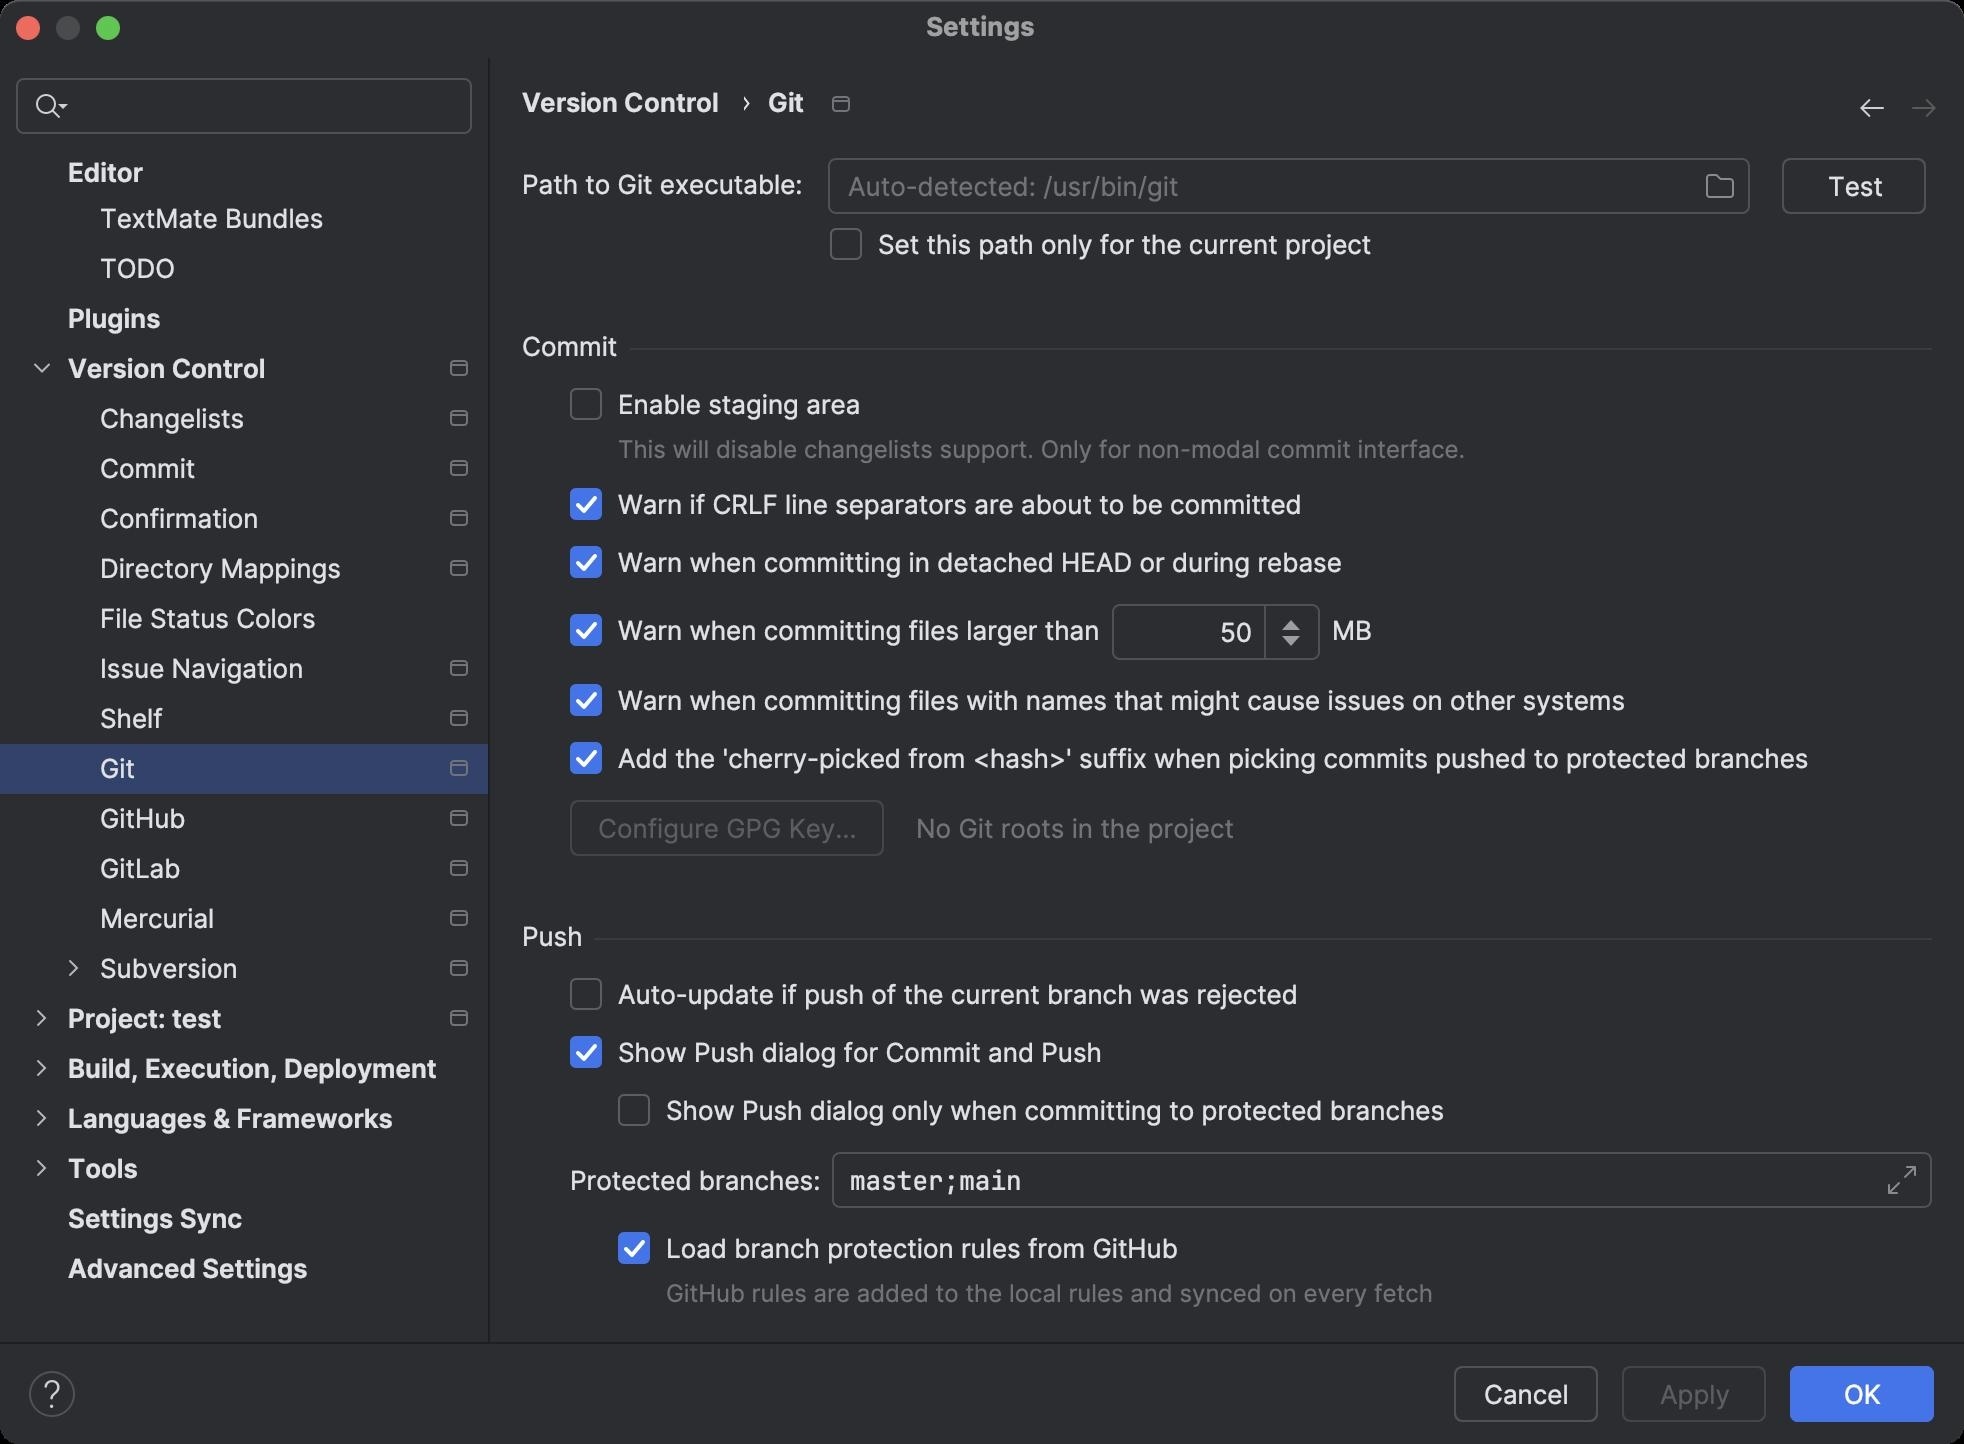
Accessibility tree:
{"name": "Settings", "role": "AXWindow", "description": null, "role_description": "standard window", "value": null, "position": "391.00;244.00", "size": "982;722", "children": [{"name": null, "role": "AXTextField", "description": "⌘F", "role_description": "text field", "value": "", "position": "5.00;36.00", "size": "234;34", "children": []}, {"name": null, "role": "AXScrollArea", "description": null, "role_description": "scroll area", "value": 0, "position": "0.00;76.00", "size": "244;595", "children": [{"name": null, "role": "AXScrollBar", "description": null, "role_description": "scroll bar", "value": 1454, "position": "230.00;76.00", "size": "14;595", "children": []}, {"name": null, "role": "AXScrollBar", "description": null, "role_description": "scroll bar", "value": 0, "position": "-391.00;-244.00", "size": "0;0", "children": []}, {"name": null, "role": "AXOutline", "description": "Settings categories", "role_description": "outline", "value": 0, "position": "0.00;-1378.00", "size": "244;2049", "children": [{"name": null, "role": "AXRow", "description": "Appearance & Behavior", "role_description": "row", "value": 0, "position": "3.00;-1378.00", "size": "241;25", "children": [{"name": null, "role": "AXStaticText", "description": "Appearance & Behavior", "role_description": "text", "value": "Appearance & Behavior", "position": "-391.00;-244.00", "size": "172;21", "children": []}, {"name": null, "role": "AXImage", "description": "", "role_description": "image", "value": null, "position": "-391.00;-244.00", "size": "16;21", "children": []}, {"name": null, "role": "AXImage", "description": "", "role_description": "image", "value": null, "position": "-391.00;-244.00", "size": "9;21", "children": []}]}, {"name": null, "role": "AXRow", "description": "Keymap", "role_description": "row", "value": 0, "position": "3.00;-1353.00", "size": "241;25", "children": [{"name": null, "role": "AXStaticText", "description": "Keymap", "role_description": "text", "value": "Keymap", "position": "-391.00;-244.00", "size": "172;21", "children": []}, {"name": null, "role": "AXImage", "description": "", "role_description": "image", "value": null, "position": "-391.00;-244.00", "size": "16;21", "children": []}, {"name": null, "role": "AXImage", "description": "", "role_description": "image", "value": null, "position": "-391.00;-244.00", "size": "9;21", "children": []}]}, {"name": null, "role": "AXRow", "description": "Editor", "role_description": "row", "value": 0, "position": "3.00;-1328.00", "size": "241;25", "children": [{"name": null, "role": "AXStaticText", "description": "TODO", "role_description": "text", "value": "TODO", "position": "-391.00;-244.00", "size": "172;21", "children": []}, {"name": null, "role": "AXImage", "description": "", "role_description": "image", "value": null, "position": "-391.00;-244.00", "size": "16;21", "children": []}, {"name": null, "role": "AXImage", "description": "", "role_description": "image", "value": null, "position": "-391.00;-244.00", "size": "9;21", "children": []}]}, {"name": null, "role": "AXRow", "description": "General", "role_description": "row", "value": 0, "position": "19.00;-1303.00", "size": "225;25", "children": [{"name": null, "role": "AXStaticText", "description": "General", "role_description": "text", "value": "General", "position": "-391.00;-244.00", "size": "172;21", "children": []}, {"name": null, "role": "AXImage", "description": "", "role_description": "image", "value": null, "position": "-391.00;-244.00", "size": "16;21", "children": []}, {"name": null, "role": "AXImage", "description": "", "role_description": "image", "value": null, "position": "-391.00;-244.00", "size": "9;21", "children": []}]}, {"name": null, "role": "AXRow", "description": "Code Editing", "role_description": "row", "value": 0, "position": "19.00;-1278.00", "size": "225;25", "children": [{"name": null, "role": "AXStaticText", "description": "Code Editing", "role_description": "text", "value": "Code Editing", "position": "-391.00;-244.00", "size": "172;21", "children": []}, {"name": null, "role": "AXImage", "description": "", "role_description": "image", "value": null, "position": "-391.00;-244.00", "size": "16;21", "children": []}, {"name": null, "role": "AXImage", "description": "", "role_description": "image", "value": null, "position": "-391.00;-244.00", "size": "9;21", "children": []}]}, {"name": null, "role": "AXRow", "description": "Font", "role_description": "row", "value": 0, "position": "19.00;-1253.00", "size": "225;25", "children": [{"name": null, "role": "AXStaticText", "description": "Font", "role_description": "text", "value": "Font", "position": "-391.00;-244.00", "size": "172;21", "children": []}, {"name": null, "role": "AXImage", "description": "", "role_description": "image", "value": null, "position": "-391.00;-244.00", "size": "16;21", "children": []}, {"name": null, "role": "AXImage", "description": "", "role_description": "image", "value": null, "position": "-391.00;-244.00", "size": "9;21", "children": []}]}, {"name": null, "role": "AXRow", "description": "Color Scheme", "role_description": "row", "value": 0, "position": "19.00;-1228.00", "size": "225;25", "children": [{"name": null, "role": "AXStaticText", "description": "Color Scheme", "role_description": "text", "value": "Color Scheme", "position": "-391.00;-244.00", "size": "172;21", "children": []}, {"name": null, "role": "AXImage", "description": "", "role_description": "image", "value": null, "position": "-391.00;-244.00", "size": "16;21", "children": []}, {"name": null, "role": "AXImage", "description": "", "role_description": "image", "value": null, "position": "-391.00;-244.00", "size": "9;21", "children": []}]}, {"name": null, "role": "AXRow", "description": "General", "role_description": "row", "value": 0, "position": "35.00;-1203.00", "size": "209;25", "children": [{"name": null, "role": "AXStaticText", "description": "General", "role_description": "text", "value": "General", "position": "-391.00;-244.00", "size": "172;21", "children": []}, {"name": null, "role": "AXImage", "description": "", "role_description": "image", "value": null, "position": "-391.00;-244.00", "size": "16;21", "children": []}, {"name": null, "role": "AXImage", "description": "", "role_description": "image", "value": null, "position": "-391.00;-244.00", "size": "9;21", "children": []}]}, {"name": null, "role": "AXRow", "description": "Language Defaults", "role_description": "row", "value": 0, "position": "35.00;-1178.00", "size": "209;25", "children": [{"name": null, "role": "AXStaticText", "description": "Language Defaults", "role_description": "text", "value": "Language Defaults", "position": "-391.00;-244.00", "size": "172;21", "children": []}, {"name": null, "role": "AXImage", "description": "", "role_description": "image", "value": null, "position": "-391.00;-244.00", "size": "16;21", "children": []}, {"name": null, "role": "AXImage", "description": "", "role_description": "image", "value": null, "position": "-391.00;-244.00", "size": "9;21", "children": []}]}, {"name": null, "role": "AXRow", "description": "Color Scheme Font", "role_description": "row", "value": 0, "position": "35.00;-1153.00", "size": "209;25", "children": [{"name": null, "role": "AXStaticText", "description": "Color Scheme Font", "role_description": "text", "value": "Color Scheme Font", "position": "-391.00;-244.00", "size": "172;21", "children": []}, {"name": null, "role": "AXImage", "description": "", "role_description": "image", "value": null, "position": "-391.00;-244.00", "size": "16;21", "children": []}, {"name": null, "role": "AXImage", "description": "", "role_description": "image", "value": null, "position": "-391.00;-244.00", "size": "9;21", "children": []}]}, {"name": null, "role": "AXRow", "description": "Console Font", "role_description": "row", "value": 0, "position": "35.00;-1128.00", "size": "209;25", "children": [{"name": null, "role": "AXStaticText", "description": "Console Font", "role_description": "text", "value": "Console Font", "position": "-391.00;-244.00", "size": "172;21", "children": []}, {"name": null, "role": "AXImage", "description": "", "role_description": "image", "value": null, "position": "-391.00;-244.00", "size": "16;21", "children": []}, {"name": null, "role": "AXImage", "description": "", "role_description": "image", "value": null, "position": "-391.00;-244.00", "size": "9;21", "children": []}]}, {"name": null, "role": "AXRow", "description": "Code With Me", "role_description": "row", "value": 0, "position": "35.00;-1103.00", "size": "209;25", "children": [{"name": null, "role": "AXStaticText", "description": "Code With Me", "role_description": "text", "value": "Code With Me", "position": "-391.00;-244.00", "size": "172;21", "children": []}, {"name": null, "role": "AXImage", "description": "", "role_description": "image", "value": null, "position": "-391.00;-244.00", "size": "16;21", "children": []}, {"name": null, "role": "AXImage", "description": "", "role_description": "image", "value": null, "position": "-391.00;-244.00", "size": "9;21", "children": []}]}, {"name": null, "role": "AXRow", "description": "Console Colors", "role_description": "row", "value": 0, "position": "35.00;-1078.00", "size": "209;25", "children": [{"name": null, "role": "AXStaticText", "description": "Console Colors", "role_description": "text", "value": "Console Colors", "position": "-391.00;-244.00", "size": "172;21", "children": []}, {"name": null, "role": "AXImage", "description": "", "role_description": "image", "value": null, "position": "-391.00;-244.00", "size": "16;21", "children": []}, {"name": null, "role": "AXImage", "description": "", "role_description": "image", "value": null, "position": "-391.00;-244.00", "size": "9;21", "children": []}]}, {"name": null, "role": "AXRow", "description": "Debugger", "role_description": "row", "value": 0, "position": "35.00;-1053.00", "size": "209;25", "children": [{"name": null, "role": "AXStaticText", "description": "Debugger", "role_description": "text", "value": "Debugger", "position": "-391.00;-244.00", "size": "172;21", "children": []}, {"name": null, "role": "AXImage", "description": "", "role_description": "image", "value": null, "position": "-391.00;-244.00", "size": "16;21", "children": []}, {"name": null, "role": "AXImage", "description": "", "role_description": "image", "value": null, "position": "-391.00;-244.00", "size": "9;21", "children": []}]}, {"name": null, "role": "AXRow", "description": "Diff & Merge", "role_description": "row", "value": 0, "position": "35.00;-1028.00", "size": "209;25", "children": [{"name": null, "role": "AXStaticText", "description": "Diff & Merge", "role_description": "text", "value": "Diff & Merge", "position": "-391.00;-244.00", "size": "172;21", "children": []}, {"name": null, "role": "AXImage", "description": "", "role_description": "image", "value": null, "position": "-391.00;-244.00", "size": "16;21", "children": []}, {"name": null, "role": "AXImage", "description": "", "role_description": "image", "value": null, "position": "-391.00;-244.00", "size": "9;21", "children": []}]}, {"name": null, "role": "AXRow", "description": "User-Defined File Types", "role_description": "row", "value": 0, "position": "35.00;-1003.00", "size": "209;25", "children": [{"name": null, "role": "AXStaticText", "description": "User-Defined File Types", "role_description": "text", "value": "User-Defined File Types", "position": "-391.00;-244.00", "size": "172;21", "children": []}, {"name": null, "role": "AXImage", "description": "", "role_description": "image", "value": null, "position": "-391.00;-244.00", "size": "16;21", "children": []}, {"name": null, "role": "AXImage", "description": "", "role_description": "image", "value": null, "position": "-391.00;-244.00", "size": "9;21", "children": []}]}, {"name": null, "role": "AXRow", "description": "VCS", "role_description": "row", "value": 0, "position": "35.00;-978.00", "size": "209;25", "children": [{"name": null, "role": "AXStaticText", "description": "VCS", "role_description": "text", "value": "VCS", "position": "-391.00;-244.00", "size": "172;21", "children": []}, {"name": null, "role": "AXImage", "description": "", "role_description": "image", "value": null, "position": "-391.00;-244.00", "size": "16;21", "children": []}, {"name": null, "role": "AXImage", "description": "", "role_description": "image", "value": null, "position": "-391.00;-244.00", "size": "9;21", "children": []}]}, {"name": null, "role": "AXRow", "description": "Python", "role_description": "row", "value": 0, "position": "35.00;-953.00", "size": "209;25", "children": [{"name": null, "role": "AXStaticText", "description": "Python", "role_description": "text", "value": "Python", "position": "-391.00;-244.00", "size": "172;21", "children": []}, {"name": null, "role": "AXImage", "description": "", "role_description": "image", "value": null, "position": "-391.00;-244.00", "size": "16;21", "children": []}, {"name": null, "role": "AXImage", "description": "", "role_description": "image", "value": null, "position": "-391.00;-244.00", "size": "9;21", "children": []}]}, {"name": null, "role": "AXRow", "description": "EditorConfig", "role_description": "row", "value": 0, "position": "35.00;-928.00", "size": "209;25", "children": [{"name": null, "role": "AXStaticText", "description": "EditorConfig", "role_description": "text", "value": "EditorConfig", "position": "-391.00;-244.00", "size": "172;21", "children": []}, {"name": null, "role": "AXImage", "description": "", "role_description": "image", "value": null, "position": "-391.00;-244.00", "size": "16;21", "children": []}, {"name": null, "role": "AXImage", "description": "", "role_description": "image", "value": null, "position": "-391.00;-244.00", "size": "9;21", "children": []}]}, {"name": null, "role": "AXRow", "description": "HTML", "role_description": "row", "value": 0, "position": "35.00;-903.00", "size": "209;25", "children": [{"name": null, "role": "AXStaticText", "description": "HTML", "role_description": "text", "value": "HTML", "position": "-391.00;-244.00", "size": "172;21", "children": []}, {"name": null, "role": "AXImage", "description": "", "role_description": "image", "value": null, "position": "-391.00;-244.00", "size": "16;21", "children": []}, {"name": null, "role": "AXImage", "description": "", "role_description": "image", "value": null, "position": "-391.00;-244.00", "size": "9;21", "children": []}]}, {"name": null, "role": "AXRow", "description": "JSON", "role_description": "row", "value": 0, "position": "35.00;-878.00", "size": "209;25", "children": [{"name": null, "role": "AXStaticText", "description": "JSON", "role_description": "text", "value": "JSON", "position": "-391.00;-244.00", "size": "172;21", "children": []}, {"name": null, "role": "AXImage", "description": "", "role_description": "image", "value": null, "position": "-391.00;-244.00", "size": "16;21", "children": []}, {"name": null, "role": "AXImage", "description": "", "role_description": "image", "value": null, "position": "-391.00;-244.00", "size": "9;21", "children": []}]}, {"name": null, "role": "AXRow", "description": "Markdown", "role_description": "row", "value": 0, "position": "35.00;-853.00", "size": "209;25", "children": [{"name": null, "role": "AXStaticText", "description": "Markdown", "role_description": "text", "value": "Markdown", "position": "-391.00;-244.00", "size": "172;21", "children": []}, {"name": null, "role": "AXImage", "description": "", "role_description": "image", "value": null, "position": "-391.00;-244.00", "size": "16;21", "children": []}, {"name": null, "role": "AXImage", "description": "", "role_description": "image", "value": null, "position": "-391.00;-244.00", "size": "9;21", "children": []}]}, {"name": null, "role": "AXRow", "description": "Properties", "role_description": "row", "value": 0, "position": "35.00;-828.00", "size": "209;25", "children": [{"name": null, "role": "AXStaticText", "description": "Properties", "role_description": "text", "value": "Properties", "position": "-391.00;-244.00", "size": "172;21", "children": []}, {"name": null, "role": "AXImage", "description": "", "role_description": "image", "value": null, "position": "-391.00;-244.00", "size": "16;21", "children": []}, {"name": null, "role": "AXImage", "description": "", "role_description": "image", "value": null, "position": "-391.00;-244.00", "size": "9;21", "children": []}]}, {"name": null, "role": "AXRow", "description": "RegExp", "role_description": "row", "value": 0, "position": "35.00;-803.00", "size": "209;25", "children": [{"name": null, "role": "AXStaticText", "description": "RegExp", "role_description": "text", "value": "RegExp", "position": "-391.00;-244.00", "size": "172;21", "children": []}, {"name": null, "role": "AXImage", "description": "", "role_description": "image", "value": null, "position": "-391.00;-244.00", "size": "16;21", "children": []}, {"name": null, "role": "AXImage", "description": "", "role_description": "image", "value": null, "position": "-391.00;-244.00", "size": "9;21", "children": []}]}, {"name": null, "role": "AXRow", "description": "reStructuredText", "role_description": "row", "value": 0, "position": "35.00;-778.00", "size": "209;25", "children": [{"name": null, "role": "AXStaticText", "description": "reStructuredText", "role_description": "text", "value": "reStructuredText", "position": "-391.00;-244.00", "size": "172;21", "children": []}, {"name": null, "role": "AXImage", "description": "", "role_description": "image", "value": null, "position": "-391.00;-244.00", "size": "16;21", "children": []}, {"name": null, "role": "AXImage", "description": "", "role_description": "image", "value": null, "position": "-391.00;-244.00", "size": "9;21", "children": []}]}, {"name": null, "role": "AXRow", "description": "Shell Script", "role_description": "row", "value": 0, "position": "35.00;-753.00", "size": "209;25", "children": [{"name": null, "role": "AXStaticText", "description": "Shell Script", "role_description": "text", "value": "Shell Script", "position": "-391.00;-244.00", "size": "172;21", "children": []}, {"name": null, "role": "AXImage", "description": "", "role_description": "image", "value": null, "position": "-391.00;-244.00", "size": "16;21", "children": []}, {"name": null, "role": "AXImage", "description": "", "role_description": "image", "value": null, "position": "-391.00;-244.00", "size": "9;21", "children": []}]}, {"name": null, "role": "AXRow", "description": "TOML", "role_description": "row", "value": 0, "position": "35.00;-728.00", "size": "209;25", "children": [{"name": null, "role": "AXStaticText", "description": "TOML", "role_description": "text", "value": "TOML", "position": "-391.00;-244.00", "size": "172;21", "children": []}, {"name": null, "role": "AXImage", "description": "", "role_description": "image", "value": null, "position": "-391.00;-244.00", "size": "16;21", "children": []}, {"name": null, "role": "AXImage", "description": "", "role_description": "image", "value": null, "position": "-391.00;-244.00", "size": "9;21", "children": []}]}, {"name": null, "role": "AXRow", "description": "XML", "role_description": "row", "value": 0, "position": "35.00;-703.00", "size": "209;25", "children": [{"name": null, "role": "AXStaticText", "description": "XML", "role_description": "text", "value": "XML", "position": "-391.00;-244.00", "size": "172;21", "children": []}, {"name": null, "role": "AXImage", "description": "", "role_description": "image", "value": null, "position": "-391.00;-244.00", "size": "16;21", "children": []}, {"name": null, "role": "AXImage", "description": "", "role_description": "image", "value": null, "position": "-391.00;-244.00", "size": "9;21", "children": []}]}, {"name": null, "role": "AXRow", "description": "YAML", "role_description": "row", "value": 0, "position": "35.00;-678.00", "size": "209;25", "children": [{"name": null, "role": "AXStaticText", "description": "YAML", "role_description": "text", "value": "YAML", "position": "-391.00;-244.00", "size": "172;21", "children": []}, {"name": null, "role": "AXImage", "description": "", "role_description": "image", "value": null, "position": "-391.00;-244.00", "size": "16;21", "children": []}, {"name": null, "role": "AXImage", "description": "", "role_description": "image", "value": null, "position": "-391.00;-244.00", "size": "9;21", "children": []}]}, {"name": null, "role": "AXRow", "description": "By Scope", "role_description": "row", "value": 0, "position": "35.00;-653.00", "size": "209;25", "children": [{"name": null, "role": "AXStaticText", "description": "By Scope", "role_description": "text", "value": "By Scope", "position": "-391.00;-244.00", "size": "172;21", "children": []}, {"name": null, "role": "AXImage", "description": "", "role_description": "image", "value": null, "position": "-391.00;-244.00", "size": "16;21", "children": []}, {"name": null, "role": "AXImage", "description": "", "role_description": "image", "value": null, "position": "-391.00;-244.00", "size": "9;21", "children": []}]}, {"name": null, "role": "AXRow", "description": "Images", "role_description": "row", "value": 0, "position": "35.00;-628.00", "size": "209;25", "children": [{"name": null, "role": "AXStaticText", "description": "Images", "role_description": "text", "value": "Images", "position": "-391.00;-244.00", "size": "172;21", "children": []}, {"name": null, "role": "AXImage", "description": "", "role_description": "image", "value": null, "position": "-391.00;-244.00", "size": "16;21", "children": []}, {"name": null, "role": "AXImage", "description": "", "role_description": "image", "value": null, "position": "-391.00;-244.00", "size": "9;21", "children": []}]}, {"name": null, "role": "AXRow", "description": "Code Style", "role_description": "row", "value": 0, "position": "19.00;-603.00", "size": "225;25", "children": [{"name": null, "role": "AXStaticText", "description": "Code Style", "role_description": "text", "value": "Code Style", "position": "-391.00;-244.00", "size": "172;21", "children": []}, {"name": null, "role": "AXImage", "description": "", "role_description": "image", "value": null, "position": "-391.00;-244.00", "size": "16;21", "children": []}, {"name": null, "role": "AXImage", "description": "", "role_description": "image", "value": null, "position": "-391.00;-244.00", "size": "9;21", "children": []}]}, {"name": null, "role": "AXRow", "description": "Python", "role_description": "row", "value": 0, "position": "35.00;-578.00", "size": "209;25", "children": [{"name": null, "role": "AXStaticText", "description": "Python", "role_description": "text", "value": "Python", "position": "-391.00;-244.00", "size": "172;21", "children": []}, {"name": null, "role": "AXImage", "description": "", "role_description": "image", "value": null, "position": "-391.00;-244.00", "size": "16;21", "children": []}, {"name": null, "role": "AXImage", "description": "", "role_description": "image", "value": null, "position": "-391.00;-244.00", "size": "9;21", "children": []}]}, {"name": null, "role": "AXRow", "description": "EditorConfig", "role_description": "row", "value": 0, "position": "35.00;-553.00", "size": "209;25", "children": [{"name": null, "role": "AXStaticText", "description": "EditorConfig", "role_description": "text", "value": "EditorConfig", "position": "-391.00;-244.00", "size": "172;21", "children": []}, {"name": null, "role": "AXImage", "description": "", "role_description": "image", "value": null, "position": "-391.00;-244.00", "size": "16;21", "children": []}, {"name": null, "role": "AXImage", "description": "", "role_description": "image", "value": null, "position": "-391.00;-244.00", "size": "9;21", "children": []}]}, {"name": null, "role": "AXRow", "description": "HTML", "role_description": "row", "value": 0, "position": "35.00;-528.00", "size": "209;25", "children": [{"name": null, "role": "AXStaticText", "description": "HTML", "role_description": "text", "value": "HTML", "position": "-391.00;-244.00", "size": "172;21", "children": []}, {"name": null, "role": "AXImage", "description": "", "role_description": "image", "value": null, "position": "-391.00;-244.00", "size": "16;21", "children": []}, {"name": null, "role": "AXImage", "description": "", "role_description": "image", "value": null, "position": "-391.00;-244.00", "size": "9;21", "children": []}]}, {"name": null, "role": "AXRow", "description": "JSON", "role_description": "row", "value": 0, "position": "35.00;-503.00", "size": "209;25", "children": [{"name": null, "role": "AXStaticText", "description": "JSON", "role_description": "text", "value": "JSON", "position": "-391.00;-244.00", "size": "172;21", "children": []}, {"name": null, "role": "AXImage", "description": "", "role_description": "image", "value": null, "position": "-391.00;-244.00", "size": "16;21", "children": []}, {"name": null, "role": "AXImage", "description": "", "role_description": "image", "value": null, "position": "-391.00;-244.00", "size": "9;21", "children": []}]}, {"name": null, "role": "AXRow", "description": "Markdown", "role_description": "row", "value": 0, "position": "35.00;-478.00", "size": "209;25", "children": [{"name": null, "role": "AXStaticText", "description": "Markdown", "role_description": "text", "value": "Markdown", "position": "-391.00;-244.00", "size": "172;21", "children": []}, {"name": null, "role": "AXImage", "description": "", "role_description": "image", "value": null, "position": "-391.00;-244.00", "size": "16;21", "children": []}, {"name": null, "role": "AXImage", "description": "", "role_description": "image", "value": null, "position": "-391.00;-244.00", "size": "9;21", "children": []}]}, {"name": null, "role": "AXRow", "description": "Properties", "role_description": "row", "value": 0, "position": "35.00;-453.00", "size": "209;25", "children": [{"name": null, "role": "AXStaticText", "description": "Properties", "role_description": "text", "value": "Properties", "position": "-391.00;-244.00", "size": "172;21", "children": []}, {"name": null, "role": "AXImage", "description": "", "role_description": "image", "value": null, "position": "-391.00;-244.00", "size": "16;21", "children": []}, {"name": null, "role": "AXImage", "description": "", "role_description": "image", "value": null, "position": "-391.00;-244.00", "size": "9;21", "children": []}]}, {"name": null, "role": "AXRow", "description": "Shell Script", "role_description": "row", "value": 0, "position": "35.00;-428.00", "size": "209;25", "children": [{"name": null, "role": "AXStaticText", "description": "Shell Script", "role_description": "text", "value": "Shell Script", "position": "-391.00;-244.00", "size": "172;21", "children": []}, {"name": null, "role": "AXImage", "description": "", "role_description": "image", "value": null, "position": "-391.00;-244.00", "size": "16;21", "children": []}, {"name": null, "role": "AXImage", "description": "", "role_description": "image", "value": null, "position": "-391.00;-244.00", "size": "9;21", "children": []}]}, {"name": null, "role": "AXRow", "description": "TOML", "role_description": "row", "value": 0, "position": "35.00;-403.00", "size": "209;25", "children": [{"name": null, "role": "AXStaticText", "description": "TOML", "role_description": "text", "value": "TOML", "position": "-391.00;-244.00", "size": "172;21", "children": []}, {"name": null, "role": "AXImage", "description": "", "role_description": "image", "value": null, "position": "-391.00;-244.00", "size": "16;21", "children": []}, {"name": null, "role": "AXImage", "description": "", "role_description": "image", "value": null, "position": "-391.00;-244.00", "size": "9;21", "children": []}]}, {"name": null, "role": "AXRow", "description": "XML", "role_description": "row", "value": 0, "position": "35.00;-378.00", "size": "209;25", "children": [{"name": null, "role": "AXStaticText", "description": "XML", "role_description": "text", "value": "XML", "position": "-391.00;-244.00", "size": "172;21", "children": []}, {"name": null, "role": "AXImage", "description": "", "role_description": "image", "value": null, "position": "-391.00;-244.00", "size": "16;21", "children": []}, {"name": null, "role": "AXImage", "description": "", "role_description": "image", "value": null, "position": "-391.00;-244.00", "size": "9;21", "children": []}]}, {"name": null, "role": "AXRow", "description": "YAML", "role_description": "row", "value": 0, "position": "35.00;-353.00", "size": "209;25", "children": [{"name": null, "role": "AXStaticText", "description": "YAML", "role_description": "text", "value": "YAML", "position": "-391.00;-244.00", "size": "172;21", "children": []}, {"name": null, "role": "AXImage", "description": "", "role_description": "image", "value": null, "position": "-391.00;-244.00", "size": "16;21", "children": []}, {"name": null, "role": "AXImage", "description": "", "role_description": "image", "value": null, "position": "-391.00;-244.00", "size": "9;21", "children": []}]}, {"name": null, "role": "AXRow", "description": "Other File Types", "role_description": "row", "value": 0, "position": "35.00;-328.00", "size": "209;25", "children": [{"name": null, "role": "AXStaticText", "description": "Other File Types", "role_description": "text", "value": "Other File Types", "position": "-391.00;-244.00", "size": "172;21", "children": []}, {"name": null, "role": "AXImage", "description": "", "role_description": "image", "value": null, "position": "-391.00;-244.00", "size": "16;21", "children": []}, {"name": null, "role": "AXImage", "description": "", "role_description": "image", "value": null, "position": "-391.00;-244.00", "size": "9;21", "children": []}]}, {"name": null, "role": "AXRow", "description": "Inspections", "role_description": "row", "value": 0, "position": "19.00;-303.00", "size": "225;25", "children": [{"name": null, "role": "AXStaticText", "description": "Inspections", "role_description": "text", "value": "Inspections", "position": "-391.00;-244.00", "size": "172;21", "children": []}, {"name": null, "role": "AXImage", "description": "", "role_description": "image", "value": null, "position": "-391.00;-244.00", "size": "16;21", "children": []}, {"name": null, "role": "AXImage", "description": "", "role_description": "image", "value": null, "position": "-391.00;-244.00", "size": "9;21", "children": []}]}, {"name": null, "role": "AXRow", "description": "File and Code Templates", "role_description": "row", "value": 0, "position": "19.00;-278.00", "size": "225;25", "children": [{"name": null, "role": "AXStaticText", "description": "File and Code Templates", "role_description": "text", "value": "File and Code Templates", "position": "-391.00;-244.00", "size": "172;21", "children": []}, {"name": null, "role": "AXImage", "description": "", "role_description": "image", "value": null, "position": "-391.00;-244.00", "size": "16;21", "children": []}, {"name": null, "role": "AXImage", "description": "", "role_description": "image", "value": null, "position": "-391.00;-244.00", "size": "9;21", "children": []}]}, {"name": null, "role": "AXRow", "description": "File Encodings", "role_description": "row", "value": 0, "position": "19.00;-253.00", "size": "225;25", "children": [{"name": null, "role": "AXStaticText", "description": "File Encodings", "role_description": "text", "value": "File Encodings", "position": "-391.00;-244.00", "size": "172;21", "children": []}, {"name": null, "role": "AXImage", "description": "", "role_description": "image", "value": null, "position": "-391.00;-244.00", "size": "16;21", "children": []}, {"name": null, "role": "AXImage", "description": "", "role_description": "image", "value": null, "position": "-391.00;-244.00", "size": "9;21", "children": []}]}, {"name": null, "role": "AXRow", "description": "Live Templates", "role_description": "row", "value": 0, "position": "19.00;-228.00", "size": "225;25", "children": [{"name": null, "role": "AXStaticText", "description": "Live Templates", "role_description": "text", "value": "Live Templates", "position": "-391.00;-244.00", "size": "172;21", "children": []}, {"name": null, "role": "AXImage", "description": "", "role_description": "image", "value": null, "position": "-391.00;-244.00", "size": "16;21", "children": []}, {"name": null, "role": "AXImage", "description": "", "role_description": "image", "value": null, "position": "-391.00;-244.00", "size": "9;21", "children": []}]}, {"name": null, "role": "AXRow", "description": "File Types", "role_description": "row", "value": 0, "position": "19.00;-203.00", "size": "225;25", "children": [{"name": null, "role": "AXStaticText", "description": "File Types", "role_description": "text", "value": "File Types", "position": "-391.00;-244.00", "size": "172;21", "children": []}, {"name": null, "role": "AXImage", "description": "", "role_description": "image", "value": null, "position": "-391.00;-244.00", "size": "16;21", "children": []}, {"name": null, "role": "AXImage", "description": "", "role_description": "image", "value": null, "position": "-391.00;-244.00", "size": "9;21", "children": []}]}, {"name": null, "role": "AXRow", "description": "Copyright", "role_description": "row", "value": 0, "position": "19.00;-178.00", "size": "225;25", "children": [{"name": null, "role": "AXStaticText", "description": "Copyright", "role_description": "text", "value": "Copyright", "position": "-391.00;-244.00", "size": "172;21", "children": []}, {"name": null, "role": "AXImage", "description": "", "role_description": "image", "value": null, "position": "-391.00;-244.00", "size": "16;21", "children": []}, {"name": null, "role": "AXImage", "description": "", "role_description": "image", "value": null, "position": "-391.00;-244.00", "size": "9;21", "children": []}]}, {"name": null, "role": "AXRow", "description": "Copyright Profiles", "role_description": "row", "value": 0, "position": "35.00;-153.00", "size": "209;25", "children": [{"name": null, "role": "AXStaticText", "description": "Copyright Profiles", "role_description": "text", "value": "Copyright Profiles", "position": "-391.00;-244.00", "size": "172;21", "children": []}, {"name": null, "role": "AXImage", "description": "", "role_description": "image", "value": null, "position": "-391.00;-244.00", "size": "16;21", "children": []}, {"name": null, "role": "AXImage", "description": "", "role_description": "image", "value": null, "position": "-391.00;-244.00", "size": "9;21", "children": []}]}, {"name": null, "role": "AXRow", "description": "Formatting", "role_description": "row", "value": 0, "position": "35.00;-128.00", "size": "209;25", "children": [{"name": null, "role": "AXStaticText", "description": "Formatting", "role_description": "text", "value": "Formatting", "position": "-391.00;-244.00", "size": "172;21", "children": []}, {"name": null, "role": "AXImage", "description": "", "role_description": "image", "value": null, "position": "-391.00;-244.00", "size": "16;21", "children": []}, {"name": null, "role": "AXImage", "description": "", "role_description": "image", "value": null, "position": "-391.00;-244.00", "size": "9;21", "children": []}]}, {"name": null, "role": "AXRow", "description": "Inlay Hints", "role_description": "row", "value": 0, "position": "19.00;-103.00", "size": "225;25", "children": [{"name": null, "role": "AXStaticText", "description": "Inlay Hints", "role_description": "text", "value": "Inlay Hints", "position": "-391.00;-244.00", "size": "172;21", "children": []}, {"name": null, "role": "AXImage", "description": "", "role_description": "image", "value": null, "position": "-391.00;-244.00", "size": "16;21", "children": []}, {"name": null, "role": "AXImage", "description": "", "role_description": "image", "value": null, "position": "-391.00;-244.00", "size": "9;21", "children": []}]}, {"name": null, "role": "AXRow", "description": "Emmet", "role_description": "row", "value": 0, "position": "19.00;-78.00", "size": "225;25", "children": [{"name": null, "role": "AXStaticText", "description": "Emmet", "role_description": "text", "value": "Emmet", "position": "-391.00;-244.00", "size": "172;21", "children": []}, {"name": null, "role": "AXImage", "description": "", "role_description": "image", "value": null, "position": "-391.00;-244.00", "size": "16;21", "children": []}, {"name": null, "role": "AXImage", "description": "", "role_description": "image", "value": null, "position": "-391.00;-244.00", "size": "9;21", "children": []}]}, {"name": null, "role": "AXRow", "description": "Intentions", "role_description": "row", "value": 0, "position": "19.00;-53.00", "size": "225;25", "children": [{"name": null, "role": "AXStaticText", "description": "Intentions", "role_description": "text", "value": "Intentions", "position": "-391.00;-244.00", "size": "172;21", "children": []}, {"name": null, "role": "AXImage", "description": "", "role_description": "image", "value": null, "position": "-391.00;-244.00", "size": "16;21", "children": []}, {"name": null, "role": "AXImage", "description": "", "role_description": "image", "value": null, "position": "-391.00;-244.00", "size": "9;21", "children": []}]}, {"name": null, "role": "AXRow", "description": "Language Injections", "role_description": "row", "value": 0, "position": "19.00;-28.00", "size": "225;25", "children": [{"name": null, "role": "AXStaticText", "description": "Language Injections", "role_description": "text", "value": "Language Injections", "position": "-391.00;-244.00", "size": "172;21", "children": []}, {"name": null, "role": "AXImage", "description": "", "role_description": "image", "value": null, "position": "-391.00;-244.00", "size": "16;21", "children": []}, {"name": null, "role": "AXImage", "description": "", "role_description": "image", "value": null, "position": "-391.00;-244.00", "size": "9;21", "children": []}]}, {"name": null, "role": "AXRow", "description": "Natural Languages", "role_description": "row", "value": 0, "position": "19.00;-3.00", "size": "225;25", "children": [{"name": null, "role": "AXStaticText", "description": "Natural Languages", "role_description": "text", "value": "Natural Languages", "position": "-391.00;-244.00", "size": "172;21", "children": []}, {"name": null, "role": "AXImage", "description": "", "role_description": "image", "value": null, "position": "-391.00;-244.00", "size": "16;21", "children": []}, {"name": null, "role": "AXImage", "description": "", "role_description": "image", "value": null, "position": "-391.00;-244.00", "size": "9;21", "children": []}]}, {"name": null, "role": "AXRow", "description": "Grammar and Style", "role_description": "row", "value": 0, "position": "35.00;22.00", "size": "209;25", "children": [{"name": null, "role": "AXStaticText", "description": "Grammar and Style", "role_description": "text", "value": "Grammar and Style", "position": "-391.00;-244.00", "size": "172;21", "children": []}, {"name": null, "role": "AXImage", "description": "", "role_description": "image", "value": null, "position": "-391.00;-244.00", "size": "16;21", "children": []}, {"name": null, "role": "AXImage", "description": "", "role_description": "image", "value": null, "position": "-391.00;-244.00", "size": "9;21", "children": []}]}, {"name": null, "role": "AXRow", "description": "Spelling", "role_description": "row", "value": 0, "position": "35.00;47.00", "size": "209;25", "children": [{"name": null, "role": "AXStaticText", "description": "Spelling", "role_description": "text", "value": "Spelling", "position": "-391.00;-244.00", "size": "172;21", "children": []}, {"name": null, "role": "AXImage", "description": "", "role_description": "image", "value": null, "position": "-391.00;-244.00", "size": "16;21", "children": []}, {"name": null, "role": "AXImage", "description": "", "role_description": "image", "value": null, "position": "-391.00;-244.00", "size": "9;21", "children": []}]}, {"name": null, "role": "AXRow", "description": "Reader Mode", "role_description": "row", "value": 0, "position": "19.00;72.00", "size": "225;25", "children": [{"name": null, "role": "AXStaticText", "description": "Reader Mode", "role_description": "text", "value": "Reader Mode", "position": "-391.00;-244.00", "size": "172;21", "children": []}, {"name": null, "role": "AXImage", "description": "", "role_description": "image", "value": null, "position": "-391.00;-244.00", "size": "16;21", "children": []}, {"name": null, "role": "AXImage", "description": "", "role_description": "image", "value": null, "position": "-391.00;-244.00", "size": "9;21", "children": []}]}, {"name": null, "role": "AXRow", "description": "TextMate Bundles", "role_description": "row", "value": 0, "position": "19.00;97.00", "size": "225;25", "children": [{"name": null, "role": "AXStaticText", "description": "TextMate Bundles", "role_description": "text", "value": "TextMate Bundles", "position": "-391.00;-244.00", "size": "172;21", "children": []}, {"name": null, "role": "AXImage", "description": "", "role_description": "image", "value": null, "position": "-391.00;-244.00", "size": "16;21", "children": []}, {"name": null, "role": "AXImage", "description": "", "role_description": "image", "value": null, "position": "-391.00;-244.00", "size": "9;21", "children": []}]}, {"name": null, "role": "AXRow", "description": "TODO", "role_description": "row", "value": 0, "position": "19.00;122.00", "size": "225;25", "children": [{"name": null, "role": "AXStaticText", "description": "TODO", "role_description": "text", "value": "TODO", "position": "-391.00;-244.00", "size": "172;21", "children": []}, {"name": null, "role": "AXImage", "description": "", "role_description": "image", "value": null, "position": "-391.00;-244.00", "size": "16;21", "children": []}, {"name": null, "role": "AXImage", "description": "", "role_description": "image", "value": null, "position": "-391.00;-244.00", "size": "9;21", "children": []}]}, {"name": null, "role": "AXRow", "description": "Plugins", "role_description": "row", "value": 0, "position": "3.00;147.00", "size": "241;25", "children": [{"name": null, "role": "AXStaticText", "description": "Plugins", "role_description": "text", "value": "Plugins", "position": "-391.00;-244.00", "size": "172;21", "children": []}, {"name": null, "role": "AXImage", "description": "", "role_description": "image", "value": null, "position": "-391.00;-244.00", "size": "16;21", "children": []}, {"name": null, "role": "AXImage", "description": "", "role_description": "image", "value": null, "position": "-391.00;-244.00", "size": "9;21", "children": []}]}, {"name": null, "role": "AXRow", "description": "Version Control", "role_description": "row", "value": 0, "position": "3.00;172.00", "size": "241;25", "children": [{"name": null, "role": "AXStaticText", "description": "Subversion", "role_description": "text", "value": "Subversion", "position": "-391.00;-244.00", "size": "172;21", "children": []}, {"name": null, "role": "AXImage", "description": "", "role_description": "image", "value": null, "position": "-391.00;-244.00", "size": "16;21", "children": []}, {"name": null, "role": "AXImage", "description": "", "role_description": "image", "value": null, "position": "-391.00;-244.00", "size": "9;21", "children": []}]}, {"name": null, "role": "AXRow", "description": "Changelists", "role_description": "row", "value": 0, "position": "19.00;197.00", "size": "225;25", "children": [{"name": null, "role": "AXStaticText", "description": "Changelists", "role_description": "text", "value": "Changelists", "position": "-391.00;-244.00", "size": "172;21", "children": []}, {"name": null, "role": "AXImage", "description": "", "role_description": "image", "value": null, "position": "-391.00;-244.00", "size": "16;21", "children": []}, {"name": null, "role": "AXImage", "description": "", "role_description": "image", "value": null, "position": "-391.00;-244.00", "size": "9;21", "children": []}]}, {"name": null, "role": "AXRow", "description": "Commit", "role_description": "row", "value": 0, "position": "19.00;222.00", "size": "225;25", "children": [{"name": null, "role": "AXStaticText", "description": "Commit", "role_description": "text", "value": "Commit", "position": "-391.00;-244.00", "size": "172;21", "children": []}, {"name": null, "role": "AXImage", "description": "", "role_description": "image", "value": null, "position": "-391.00;-244.00", "size": "16;21", "children": []}, {"name": null, "role": "AXImage", "description": "", "role_description": "image", "value": null, "position": "-391.00;-244.00", "size": "9;21", "children": []}]}, {"name": null, "role": "AXRow", "description": "Confirmation", "role_description": "row", "value": 0, "position": "19.00;247.00", "size": "225;25", "children": [{"name": null, "role": "AXStaticText", "description": "Confirmation", "role_description": "text", "value": "Confirmation", "position": "-391.00;-244.00", "size": "172;21", "children": []}, {"name": null, "role": "AXImage", "description": "", "role_description": "image", "value": null, "position": "-391.00;-244.00", "size": "16;21", "children": []}, {"name": null, "role": "AXImage", "description": "", "role_description": "image", "value": null, "position": "-391.00;-244.00", "size": "9;21", "children": []}]}, {"name": null, "role": "AXRow", "description": "Directory Mappings", "role_description": "row", "value": 0, "position": "19.00;272.00", "size": "225;25", "children": [{"name": null, "role": "AXStaticText", "description": "Directory Mappings", "role_description": "text", "value": "Directory Mappings", "position": "-391.00;-244.00", "size": "172;21", "children": []}, {"name": null, "role": "AXImage", "description": "", "role_description": "image", "value": null, "position": "-391.00;-244.00", "size": "16;21", "children": []}, {"name": null, "role": "AXImage", "description": "", "role_description": "image", "value": null, "position": "-391.00;-244.00", "size": "9;21", "children": []}]}, {"name": null, "role": "AXRow", "description": "File Status Colors", "role_description": "row", "value": 0, "position": "19.00;297.00", "size": "225;25", "children": [{"name": null, "role": "AXStaticText", "description": "File Status Colors", "role_description": "text", "value": "File Status Colors", "position": "-391.00;-244.00", "size": "172;21", "children": []}, {"name": null, "role": "AXImage", "description": "", "role_description": "image", "value": null, "position": "-391.00;-244.00", "size": "16;21", "children": []}, {"name": null, "role": "AXImage", "description": "", "role_description": "image", "value": null, "position": "-391.00;-244.00", "size": "9;21", "children": []}]}, {"name": null, "role": "AXRow", "description": "Issue Navigation", "role_description": "row", "value": 0, "position": "19.00;322.00", "size": "225;25", "children": [{"name": null, "role": "AXStaticText", "description": "Issue Navigation", "role_description": "text", "value": "Issue Navigation", "position": "-391.00;-244.00", "size": "172;21", "children": []}, {"name": null, "role": "AXImage", "description": "", "role_description": "image", "value": null, "position": "-391.00;-244.00", "size": "16;21", "children": []}, {"name": null, "role": "AXImage", "description": "", "role_description": "image", "value": null, "position": "-391.00;-244.00", "size": "9;21", "children": []}]}, {"name": null, "role": "AXRow", "description": "Shelf", "role_description": "row", "value": 0, "position": "19.00;347.00", "size": "225;25", "children": [{"name": null, "role": "AXStaticText", "description": "Shelf", "role_description": "text", "value": "Shelf", "position": "-391.00;-244.00", "size": "172;21", "children": []}, {"name": null, "role": "AXImage", "description": "", "role_description": "image", "value": null, "position": "-391.00;-244.00", "size": "16;21", "children": []}, {"name": null, "role": "AXImage", "description": "", "role_description": "image", "value": null, "position": "-391.00;-244.00", "size": "9;21", "children": []}]}, {"name": null, "role": "AXRow", "description": "Git", "role_description": "row", "value": 0, "position": "19.00;372.00", "size": "225;25", "children": [{"name": null, "role": "AXStaticText", "description": "Git", "role_description": "text", "value": "Git", "position": "-391.00;-244.00", "size": "172;21", "children": []}, {"name": null, "role": "AXImage", "description": "", "role_description": "image", "value": null, "position": "-391.00;-244.00", "size": "16;21", "children": []}, {"name": null, "role": "AXImage", "description": "", "role_description": "image", "value": null, "position": "-391.00;-244.00", "size": "9;21", "children": []}]}, {"name": null, "role": "AXRow", "description": "GitHub", "role_description": "row", "value": 0, "position": "19.00;397.00", "size": "225;25", "children": [{"name": null, "role": "AXStaticText", "description": "GitHub", "role_description": "text", "value": "GitHub", "position": "-391.00;-244.00", "size": "172;21", "children": []}, {"name": null, "role": "AXImage", "description": "", "role_description": "image", "value": null, "position": "-391.00;-244.00", "size": "16;21", "children": []}, {"name": null, "role": "AXImage", "description": "", "role_description": "image", "value": null, "position": "-391.00;-244.00", "size": "9;21", "children": []}]}, {"name": null, "role": "AXRow", "description": "GitLab", "role_description": "row", "value": 0, "position": "19.00;422.00", "size": "225;25", "children": [{"name": null, "role": "AXStaticText", "description": "GitLab", "role_description": "text", "value": "GitLab", "position": "-391.00;-244.00", "size": "172;21", "children": []}, {"name": null, "role": "AXImage", "description": "", "role_description": "image", "value": null, "position": "-391.00;-244.00", "size": "16;21", "children": []}, {"name": null, "role": "AXImage", "description": "", "role_description": "image", "value": null, "position": "-391.00;-244.00", "size": "9;21", "children": []}]}, {"name": null, "role": "AXRow", "description": "Mercurial", "role_description": "row", "value": 0, "position": "19.00;447.00", "size": "225;25", "children": [{"name": null, "role": "AXStaticText", "description": "Mercurial", "role_description": "text", "value": "Mercurial", "position": "-391.00;-244.00", "size": "172;21", "children": []}, {"name": null, "role": "AXImage", "description": "", "role_description": "image", "value": null, "position": "-391.00;-244.00", "size": "16;21", "children": []}, {"name": null, "role": "AXImage", "description": "", "role_description": "image", "value": null, "position": "-391.00;-244.00", "size": "9;21", "children": []}]}, {"name": null, "role": "AXRow", "description": "Subversion", "role_description": "row", "value": 0, "position": "19.00;472.00", "size": "225;25", "children": [{"name": null, "role": "AXStaticText", "description": "Subversion", "role_description": "text", "value": "Subversion", "position": "-391.00;-244.00", "size": "172;21", "children": []}, {"name": null, "role": "AXImage", "description": "", "role_description": "image", "value": null, "position": "-391.00;-244.00", "size": "16;21", "children": []}, {"name": null, "role": "AXImage", "description": "", "role_description": "image", "value": null, "position": "-391.00;-244.00", "size": "9;21", "children": []}]}, {"name": null, "role": "AXRow", "description": "Project: test", "role_description": "row", "value": 0, "position": "3.00;497.00", "size": "241;25", "children": [{"name": null, "role": "AXStaticText", "description": "Project: test", "role_description": "text", "value": "Project: test", "position": "-391.00;-244.00", "size": "172;21", "children": []}, {"name": null, "role": "AXImage", "description": "", "role_description": "image", "value": null, "position": "-391.00;-244.00", "size": "16;21", "children": []}, {"name": null, "role": "AXImage", "description": "", "role_description": "image", "value": null, "position": "-391.00;-244.00", "size": "9;21", "children": []}]}, {"name": null, "role": "AXRow", "description": "Build, Execution, Deployment", "role_description": "row", "value": 0, "position": "3.00;522.00", "size": "241;25", "children": [{"name": null, "role": "AXStaticText", "description": "Build, Execution, Deployment", "role_description": "text", "value": "Build, Execution, Deployment", "position": "-391.00;-244.00", "size": "172;21", "children": []}, {"name": null, "role": "AXImage", "description": "", "role_description": "image", "value": null, "position": "-391.00;-244.00", "size": "16;21", "children": []}, {"name": null, "role": "AXImage", "description": "", "role_description": "image", "value": null, "position": "-391.00;-244.00", "size": "9;21", "children": []}]}, {"name": null, "role": "AXRow", "description": "Languages & Frameworks", "role_description": "row", "value": 0, "position": "3.00;547.00", "size": "241;25", "children": [{"name": null, "role": "AXStaticText", "description": "Languages & Frameworks", "role_description": "text", "value": "Languages & Frameworks", "position": "-391.00;-244.00", "size": "172;21", "children": []}, {"name": null, "role": "AXImage", "description": "", "role_description": "image", "value": null, "position": "-391.00;-244.00", "size": "16;21", "children": []}, {"name": null, "role": "AXImage", "description": "", "role_description": "image", "value": null, "position": "-391.00;-244.00", "size": "9;21", "children": []}]}, {"name": null, "role": "AXRow", "description": "Tools", "role_description": "row", "value": 0, "position": "3.00;572.00", "size": "241;25", "children": [{"name": null, "role": "AXStaticText", "description": "Tools", "role_description": "text", "value": "Tools", "position": "-391.00;-244.00", "size": "172;21", "children": []}, {"name": null, "role": "AXImage", "description": "", "role_description": "image", "value": null, "position": "-391.00;-244.00", "size": "16;21", "children": []}, {"name": null, "role": "AXImage", "description": "", "role_description": "image", "value": null, "position": "-391.00;-244.00", "size": "9;21", "children": []}]}, {"name": null, "role": "AXRow", "description": "Settings Sync", "role_description": "row", "value": 0, "position": "3.00;597.00", "size": "241;25", "children": [{"name": null, "role": "AXStaticText", "description": "Settings Sync", "role_description": "text", "value": "Settings Sync", "position": "-391.00;-244.00", "size": "172;21", "children": []}, {"name": null, "role": "AXImage", "description": "", "role_description": "image", "value": null, "position": "-391.00;-244.00", "size": "16;21", "children": []}, {"name": null, "role": "AXImage", "description": "", "role_description": "image", "value": null, "position": "-391.00;-244.00", "size": "9;21", "children": []}]}, {"name": null, "role": "AXRow", "description": "Advanced Settings", "role_description": "row", "value": 0, "position": "3.00;622.00", "size": "241;25", "children": [{"name": null, "role": "AXStaticText", "description": "Advanced Settings", "role_description": "text", "value": "Advanced Settings", "position": "-391.00;-244.00", "size": "172;21", "children": []}, {"name": null, "role": "AXImage", "description": "", "role_description": "image", "value": null, "position": "-391.00;-244.00", "size": "16;21", "children": []}, {"name": null, "role": "AXImage", "description": "", "role_description": "image", "value": null, "position": "-391.00;-244.00", "size": "9;21", "children": []}]}]}]}, {"name": null, "role": "AXButton", "description": "Version Control", "role_description": "button", "value": null, "position": "-391.00;-244.00", "size": "0;0", "children": []}, {"name": null, "role": "AXButton", "description": "Git", "role_description": "button", "value": null, "position": "-391.00;-244.00", "size": "0;0", "children": []}, {"name": null, "role": "AXButton", "description": null, "role_description": "button", "value": null, "position": "-391.00;-244.00", "size": "0;0", "children": []}, {"name": null, "role": "AXButton", "description": null, "role_description": "button", "value": null, "position": "-391.00;-244.00", "size": "0;0", "children": []}, {"name": null, "role": "AXImage", "description": "", "role_description": "image", "value": null, "position": "416.00;48.00", "size": "9;9", "children": []}, {"name": null, "role": "AXImage", "description": null, "role_description": "image", "value": null, "position": "425.00;45.00", "size": "16;16", "children": []}, {"name": null, "role": "AXLink", "description": "Revert changes", "role_description": "link", "value": null, "position": "-391.00;-244.00", "size": "0;0", "children": []}, {"name": null, "role": "AXGroup", "description": "Action Toolbar", "role_description": "group", "value": 0, "position": "916.00;37.00", "size": "66;34", "children": [{"name": null, "role": "AXButton", "description": "Back", "role_description": "button", "value": null, "position": "923.00;42.00", "size": "26;24", "children": []}, {"name": null, "role": "AXButton", "description": "Forward", "role_description": "button", "value": null, "position": "949.00;42.00", "size": "26;24", "children": []}]}, {"name": null, "role": "AXStaticText", "description": "", "role_description": "text", "value": "", "position": "-391.00;-244.00", "size": "0;0", "children": []}, {"name": null, "role": "AXScrollArea", "description": null, "role_description": "scroll area", "value": 0, "position": "-391.00;-244.00", "size": "737;600", "children": [{"name": null, "role": "AXScrollBar", "description": null, "role_description": "scroll bar", "value": 0, "position": "-391.00;-244.00", "size": "14;600", "children": []}, {"name": null, "role": "AXScrollBar", "description": null, "role_description": "scroll bar", "value": 0, "position": "-391.00;-244.00", "size": "0;0", "children": []}, {"name": null, "role": "AXStaticText", "description": "Theme:", "role_description": "text", "value": "Theme:", "position": "-391.00;-244.00", "size": "46;17", "children": []}, {"name": null, "role": "AXPopUpButton", "description": "Theme:", "role_description": "pop up button", "value": "LafReference(name=Dark, themeId=ExperimentalDark)", "position": "-391.00;-244.00", "size": "206;34", "children": [{"name": null, "role": "AXPopUpButton", "description": null, "role_description": "pop up button", "value": null, "position": "-391.00;-244.00", "size": "0;0", "children": []}]}, {"name": null, "role": "AXCheckBox", "description": "Sync with OS", "role_description": "checkbox", "value": 0, "position": "-391.00;-244.00", "size": "110;25", "children": []}, {"name": null, "role": "AXGroup", "description": "Action Toolbar", "role_description": "group", "value": 0, "position": "-391.00;-244.00", "size": "40;34", "children": [{"name": null, "role": "AXButton", "description": "Preferred Theme and Editor Color Scheme", "role_description": "button", "value": null, "position": "-391.00;-244.00", "size": "26;24", "children": []}]}, {"name": null, "role": "AXStaticText", "description": "Editor color scheme:", "role_description": "text", "value": "Editor color scheme:", "position": "-391.00;-244.00", "size": "126;17", "children": []}, {"name": null, "role": "AXPopUpButton", "description": null, "role_description": "pop up button", "value": "Dark Theme default", "position": "-391.00;-244.00", "size": "200;34", "children": [{"name": null, "role": "AXPopUpButton", "description": null, "role_description": "pop up button", "value": null, "position": "-391.00;-244.00", "size": "0;0", "children": []}]}, {"name": null, "role": "AXTextField", "description": null, "role_description": "text field", "value": "", "position": "-391.00;-244.00", "size": "200;34", "children": []}, {"name": null, "role": "AXGroup", "description": "Action Toolbar", "role_description": "group", "value": 0, "position": "-391.00;-244.00", "size": "26;34", "children": [{"name": null, "role": "AXButton", "description": "Show Scheme Actions", "role_description": "button", "value": null, "position": "-391.00;-244.00", "size": "26;24", "children": []}]}, {"name": null, "role": "AXStaticText", "description": "", "role_description": "text", "value": "", "position": "-391.00;-244.00", "size": "0;0", "children": []}, {"name": null, "role": "AXStaticText", "description": "Accessibility", "role_description": "text", "value": "Accessibility", "position": "-391.00;-244.00", "size": "77;17", "children": []}, {"name": null, "role": "AXStaticText", "description": "Zoom:", "role_description": "text", "value": "Zoom:", "position": "-391.00;-244.00", "size": "39;17", "children": []}, {"name": null, "role": "AXComboBox", "description": "Zoom:", "role_description": "combo box", "value": "100%", "position": "-391.00;-244.00", "size": "91;34", "children": [{"name": null, "role": "AXPopUpButton", "description": null, "role_description": "pop up button", "value": null, "position": "-391.00;-244.00", "size": "0;0", "children": [{"name": null, "role": "AXMenuItem", "description": null, "role_description": "menu item", "value": null, "position": "-391.00;-244.00", "size": "0;0", "children": [{"name": null, "role": "AXList", "description": "list", "role_description": "list", "value": 0, "position": "-391.00;-244.00", "size": "0;0", "children": [{"name": null, "role": "AXRow", "description": "70%", "role_description": "row", "value": 0, "position": "-391.00;-244.00", "size": "0;24", "children": [{"name": null, "role": "AXStaticText", "description": "70%", "role_description": "text", "value": 0, "position": "-391.00;-244.00", "size": "0;24", "children": [{"name": null, "role": "AXStaticText", "description": "70%", "role_description": "text", "value": "70%", "position": "-391.00;-244.00", "size": "37;21", "children": []}]}]}, {"name": null, "role": "AXRow", "description": "80%", "role_description": "row", "value": 0, "position": "-391.00;-244.00", "size": "0;24", "children": [{"name": null, "role": "AXStaticText", "description": "80%", "role_description": "text", "value": 0, "position": "-391.00;-244.00", "size": "0;24", "children": [{"name": null, "role": "AXStaticText", "description": "80%", "role_description": "text", "value": "80%", "position": "-391.00;-244.00", "size": "37;21", "children": []}]}]}, {"name": null, "role": "AXRow", "description": "90%", "role_description": "row", "value": 0, "position": "-391.00;-244.00", "size": "0;24", "children": [{"name": null, "role": "AXStaticText", "description": "90%", "role_description": "text", "value": 0, "position": "-391.00;-244.00", "size": "0;24", "children": [{"name": null, "role": "AXStaticText", "description": "90%", "role_description": "text", "value": "90%", "position": "-391.00;-244.00", "size": "37;21", "children": []}]}]}, {"name": null, "role": "AXRow", "description": "100%", "role_description": "row", "value": 0, "position": "-391.00;-244.00", "size": "0;24", "children": [{"name": null, "role": "AXStaticText", "description": "100%", "role_description": "text", "value": 0, "position": "-391.00;-244.00", "size": "0;24", "children": [{"name": null, "role": "AXStaticText", "description": "100%", "role_description": "text", "value": "100%", "position": "-391.00;-244.00", "size": "37;21", "children": []}]}]}, {"name": null, "role": "AXRow", "description": "110%", "role_description": "row", "value": 0, "position": "-391.00;-244.00", "size": "0;24", "children": [{"name": null, "role": "AXStaticText", "description": "110%", "role_description": "text", "value": 0, "position": "-391.00;-244.00", "size": "0;24", "children": [{"name": null, "role": "AXStaticText", "description": "110%", "role_description": "text", "value": "110%", "position": "-391.00;-244.00", "size": "37;21", "children": []}]}]}, {"name": null, "role": "AXRow", "description": "125%", "role_description": "row", "value": 0, "position": "-391.00;-244.00", "size": "0;24", "children": [{"name": null, "role": "AXStaticText", "description": "125%", "role_description": "text", "value": 0, "position": "-391.00;-244.00", "size": "0;24", "children": [{"name": null, "role": "AXStaticText", "description": "125%", "role_description": "text", "value": "125%", "position": "-391.00;-244.00", "size": "37;21", "children": []}]}]}, {"name": null, "role": "AXRow", "description": "150%", "role_description": "row", "value": 0, "position": "-391.00;-244.00", "size": "0;24", "children": [{"name": null, "role": "AXStaticText", "description": "150%", "role_description": "text", "value": 0, "position": "-391.00;-244.00", "size": "0;24", "children": [{"name": null, "role": "AXStaticText", "description": "150%", "role_description": "text", "value": "150%", "position": "-391.00;-244.00", "size": "37;21", "children": []}]}]}, {"name": null, "role": "AXRow", "description": "175%", "role_description": "row", "value": 0, "position": "-391.00;-244.00", "size": "0;24", "children": [{"name": null, "role": "AXStaticText", "description": "175%", "role_description": "text", "value": 0, "position": "-391.00;-244.00", "size": "0;24", "children": [{"name": null, "role": "AXStaticText", "description": "175%", "role_description": "text", "value": "175%", "position": "-391.00;-244.00", "size": "37;21", "children": []}]}]}, {"name": null, "role": "AXRow", "description": "200%", "role_description": "row", "value": 0, "position": "-391.00;-244.00", "size": "0;24", "children": [{"name": null, "role": "AXStaticText", "description": "200%", "role_description": "text", "value": 0, "position": "-391.00;-244.00", "size": "0;24", "children": [{"name": null, "role": "AXStaticText", "description": "200%", "role_description": "text", "value": "200%", "position": "-391.00;-244.00", "size": "37;21", "children": []}]}]}]}, {"name": null, "role": "AXScrollBar", "description": null, "role_description": "scroll bar", "value": 0, "position": "-391.00;-244.00", "size": "0;0", "children": []}]}]}, {"name": null, "role": "AXTextField", "description": "Zoom:", "role_description": "text field", "value": "100%", "position": "-391.00;-244.00", "size": "42;17", "children": []}]}, {"name": null, "role": "AXTextField", "description": "text/html", "role_description": "text field", "value": "\nChange with ⌃⌥= or ⌃⌥-. Set to 100% with ⌃⌥0", "position": "-391.00;-244.00", "size": "285;15", "children": [{"name": null, "role": "AXTextField", "description": "text/html", "role_description": "text field", "value": null, "position": "-391.00;-244.00", "size": "0;0", "children": []}, {"name": null, "role": "AXTextField", "description": "text/html", "role_description": "text field", "value": null, "position": "-391.00;-244.00", "size": "285;15", "children": []}, {"name": null, "role": "AXTextField", "description": "text/html", "role_description": "text field", "value": null, "position": "-391.00;-244.00", "size": "0;15", "children": []}]}, {"name": null, "role": "AXLink", "description": "Reset to default", "role_description": "link", "value": null, "position": "-391.00;-244.00", "size": "0;0", "children": []}, {"name": null, "role": "AXCheckBox", "description": "Use custom font:", "role_description": "checkbox", "value": 0, "position": "-391.00;-244.00", "size": "133;25", "children": []}, {"name": null, "role": "AXPopUpButton", "description": "Font:", "role_description": "pop up button", "value": "Inter", "position": "-391.00;-244.00", "size": "272;34", "children": [{"name": null, "role": "AXPopUpButton", "description": null, "role_description": "pop up button", "value": null, "position": "-391.00;-244.00", "size": "0;0", "children": []}]}, {"name": null, "role": "AXStaticText", "description": "Size:", "role_description": "text", "value": "Size:", "position": "-391.00;-244.00", "size": "30;17", "children": []}, {"name": null, "role": "AXComboBox", "description": "Size:", "role_description": "combo box", "value": null, "position": "-391.00;-244.00", "size": "83;34", "children": [{"name": null, "role": "AXPopUpButton", "description": null, "role_description": "pop up button", "value": null, "position": "-391.00;-244.00", "size": "0;0", "children": [{"name": null, "role": "AXMenuItem", "description": null, "role_description": "menu item", "value": null, "position": "-391.00;-244.00", "size": "0;0", "children": [{"name": null, "role": "AXList", "description": "list", "role_description": "list", "value": 0, "position": "-391.00;-244.00", "size": "0;0", "children": [{"name": null, "role": "AXRow", "description": "8", "role_description": "row", "value": 0, "position": "-391.00;-244.00", "size": "0;24", "children": [{"name": null, "role": "AXStaticText", "description": "8", "role_description": "text", "value": 0, "position": "-391.00;-244.00", "size": "0;24", "children": [{"name": null, "role": "AXStaticText", "description": "8", "role_description": "text", "value": "8", "position": "-391.00;-244.00", "size": "18;21", "children": []}]}]}, {"name": null, "role": "AXRow", "description": "9", "role_description": "row", "value": 0, "position": "-391.00;-244.00", "size": "0;24", "children": [{"name": null, "role": "AXStaticText", "description": "9", "role_description": "text", "value": 0, "position": "-391.00;-244.00", "size": "0;24", "children": [{"name": null, "role": "AXStaticText", "description": "9", "role_description": "text", "value": "9", "position": "-391.00;-244.00", "size": "18;21", "children": []}]}]}, {"name": null, "role": "AXRow", "description": "10", "role_description": "row", "value": 0, "position": "-391.00;-244.00", "size": "0;24", "children": [{"name": null, "role": "AXStaticText", "description": "10", "role_description": "text", "value": 0, "position": "-391.00;-244.00", "size": "0;24", "children": [{"name": null, "role": "AXStaticText", "description": "10", "role_description": "text", "value": "10", "position": "-391.00;-244.00", "size": "18;21", "children": []}]}]}, {"name": null, "role": "AXRow", "description": "11", "role_description": "row", "value": 0, "position": "-391.00;-244.00", "size": "0;24", "children": [{"name": null, "role": "AXStaticText", "description": "11", "role_description": "text", "value": 0, "position": "-391.00;-244.00", "size": "0;24", "children": [{"name": null, "role": "AXStaticText", "description": "11", "role_description": "text", "value": "11", "position": "-391.00;-244.00", "size": "18;21", "children": []}]}]}, {"name": null, "role": "AXRow", "description": "12", "role_description": "row", "value": 0, "position": "-391.00;-244.00", "size": "0;24", "children": [{"name": null, "role": "AXStaticText", "description": "12", "role_description": "text", "value": 0, "position": "-391.00;-244.00", "size": "0;24", "children": [{"name": null, "role": "AXStaticText", "description": "12", "role_description": "text", "value": "12", "position": "-391.00;-244.00", "size": "18;21", "children": []}]}]}, {"name": null, "role": "AXRow", "description": "14", "role_description": "row", "value": 0, "position": "-391.00;-244.00", "size": "0;24", "children": [{"name": null, "role": "AXStaticText", "description": "14", "role_description": "text", "value": 0, "position": "-391.00;-244.00", "size": "0;24", "children": [{"name": null, "role": "AXStaticText", "description": "14", "role_description": "text", "value": "14", "position": "-391.00;-244.00", "size": "18;21", "children": []}]}]}, {"name": null, "role": "AXRow", "description": "16", "role_description": "row", "value": 0, "position": "-391.00;-244.00", "size": "0;24", "children": [{"name": null, "role": "AXStaticText", "description": "16", "role_description": "text", "value": 0, "position": "-391.00;-244.00", "size": "0;24", "children": [{"name": null, "role": "AXStaticText", "description": "16", "role_description": "text", "value": "16", "position": "-391.00;-244.00", "size": "18;21", "children": []}]}]}, {"name": null, "role": "AXRow", "description": "18", "role_description": "row", "value": 0, "position": "-391.00;-244.00", "size": "0;24", "children": [{"name": null, "role": "AXStaticText", "description": "18", "role_description": "text", "value": 0, "position": "-391.00;-244.00", "size": "0;24", "children": [{"name": null, "role": "AXStaticText", "description": "18", "role_description": "text", "value": "18", "position": "-391.00;-244.00", "size": "18;21", "children": []}]}]}, {"name": null, "role": "AXRow", "description": "20", "role_description": "row", "value": 0, "position": "-391.00;-244.00", "size": "0;24", "children": [{"name": null, "role": "AXStaticText", "description": "20", "role_description": "text", "value": 0, "position": "-391.00;-244.00", "size": "0;24", "children": [{"name": null, "role": "AXStaticText", "description": "20", "role_description": "text", "value": "20", "position": "-391.00;-244.00", "size": "18;21", "children": []}]}]}, {"name": null, "role": "AXRow", "description": "22", "role_description": "row", "value": 0, "position": "-391.00;-244.00", "size": "0;24", "children": [{"name": null, "role": "AXStaticText", "description": "22", "role_description": "text", "value": 0, "position": "-391.00;-244.00", "size": "0;24", "children": [{"name": null, "role": "AXStaticText", "description": "22", "role_description": "text", "value": "22", "position": "-391.00;-244.00", "size": "18;21", "children": []}]}]}, {"name": null, "role": "AXRow", "description": "24", "role_description": "row", "value": 0, "position": "-391.00;-244.00", "size": "0;24", "children": [{"name": null, "role": "AXStaticText", "description": "24", "role_description": "text", "value": 0, "position": "-391.00;-244.00", "size": "0;24", "children": [{"name": null, "role": "AXStaticText", "description": "24", "role_description": "text", "value": "24", "position": "-391.00;-244.00", "size": "18;21", "children": []}]}]}, {"name": null, "role": "AXRow", "description": "26", "role_description": "row", "value": 0, "position": "-391.00;-244.00", "size": "0;24", "children": [{"name": null, "role": "AXStaticText", "description": "26", "role_description": "text", "value": 0, "position": "-391.00;-244.00", "size": "0;24", "children": [{"name": null, "role": "AXStaticText", "description": "26", "role_description": "text", "value": "26", "position": "-391.00;-244.00", "size": "18;21", "children": []}]}]}, {"name": null, "role": "AXRow", "description": "28", "role_description": "row", "value": 0, "position": "-391.00;-244.00", "size": "0;24", "children": [{"name": null, "role": "AXStaticText", "description": "28", "role_description": "text", "value": 0, "position": "-391.00;-244.00", "size": "0;24", "children": [{"name": null, "role": "AXStaticText", "description": "28", "role_description": "text", "value": "28", "position": "-391.00;-244.00", "size": "18;21", "children": []}]}]}, {"name": null, "role": "AXRow", "description": "36", "role_description": "row", "value": 0, "position": "-391.00;-244.00", "size": "0;24", "children": [{"name": null, "role": "AXStaticText", "description": "36", "role_description": "text", "value": 0, "position": "-391.00;-244.00", "size": "0;24", "children": [{"name": null, "role": "AXStaticText", "description": "36", "role_description": "text", "value": "36", "position": "-391.00;-244.00", "size": "18;21", "children": []}]}]}, {"name": null, "role": "AXRow", "description": "48", "role_description": "row", "value": 0, "position": "-391.00;-244.00", "size": "0;24", "children": [{"name": null, "role": "AXStaticText", "description": "48", "role_description": "text", "value": 0, "position": "-391.00;-244.00", "size": "0;24", "children": [{"name": null, "role": "AXStaticText", "description": "48", "role_description": "text", "value": "48", "position": "-391.00;-244.00", "size": "18;21", "children": []}]}]}, {"name": null, "role": "AXRow", "description": "72", "role_description": "row", "value": 0, "position": "-391.00;-244.00", "size": "0;24", "children": [{"name": null, "role": "AXStaticText", "description": "72", "role_description": "text", "value": 0, "position": "-391.00;-244.00", "size": "0;24", "children": [{"name": null, "role": "AXStaticText", "description": "72", "role_description": "text", "value": "72", "position": "-391.00;-244.00", "size": "18;21", "children": []}]}]}]}, {"name": null, "role": "AXScrollBar", "description": null, "role_description": "scroll bar", "value": 0, "position": "-391.00;-244.00", "size": "0;0", "children": []}]}]}, {"name": null, "role": "AXTextField", "description": null, "role_description": "text field", "value": "13", "position": "-391.00;-244.00", "size": "34;17", "children": []}]}, {"name": null, "role": "AXCheckBox", "description": "Support screen readers", "role_description": "checkbox", "value": 0, "position": "-391.00;-244.00", "size": "173;25", "children": []}, {"name": null, "role": "AXTextField", "description": "text/html", "role_description": "text field", "value": "\nRequires restart", "position": "-391.00;-244.00", "size": "496;15", "children": [{"name": null, "role": "AXTextField", "description": "text/html", "role_description": "text field", "value": null, "position": "-391.00;-244.00", "size": "0;0", "children": []}, {"name": null, "role": "AXTextField", "description": "text/html", "role_description": "text field", "value": null, "position": "-391.00;-244.00", "size": "91;15", "children": []}, {"name": null, "role": "AXTextField", "description": "text/html", "role_description": "text field", "value": null, "position": "-391.00;-244.00", "size": "0;15", "children": []}]}, {"name": null, "role": "AXTextField", "description": "text/html", "role_description": "text field", "value": "\n⌃⇥ and ⌃⇧⇥ will navigate UI controls in dialogs and will not be available for switching editor tabs or other IDE actions. Tooltips on mouse hover will be disabled.", "position": "-391.00;-244.00", "size": "560;30", "children": [{"name": null, "role": "AXTextField", "description": "text/html", "role_description": "text field", "value": null, "position": "-391.00;-244.00", "size": "0;0", "children": []}, {"name": null, "role": "AXTextField", "description": "text/html", "role_description": "text field", "value": null, "position": "-391.00;-244.00", "size": "536;30", "children": []}, {"name": null, "role": "AXTextField", "description": "text/html", "role_description": "text field", "value": null, "position": "-391.00;-244.00", "size": "0;15", "children": []}]}, {"name": null, "role": "AXCheckBox", "description": "Use contrast scrollbars", "role_description": "checkbox", "value": 0, "position": "-391.00;-244.00", "size": "170;25", "children": []}, {"name": null, "role": "AXCheckBox", "description": "Adjust colors for red-green vision deficiency", "role_description": "checkbox", "value": 0, "position": "-391.00;-244.00", "size": "301;25", "children": []}, {"name": null, "role": "AXLink", "description": "How it works", "role_description": "link", "value": null, "position": "-391.00;-244.00", "size": "82;17", "children": []}, {"name": null, "role": "AXTextField", "description": "text/html", "role_description": "text field", "value": "\nRequires restart. For protanopia and deuteranopia.", "position": "-391.00;-244.00", "size": "287;15", "children": [{"name": null, "role": "AXTextField", "description": "text/html", "role_description": "text field", "value": null, "position": "-391.00;-244.00", "size": "0;0", "children": []}, {"name": null, "role": "AXTextField", "description": "text/html", "role_description": "text field", "value": null, "position": "-391.00;-244.00", "size": "287;15", "children": []}, {"name": null, "role": "AXTextField", "description": "text/html", "role_description": "text field", "value": null, "position": "-391.00;-244.00", "size": "0;15", "children": []}]}, {"name": null, "role": "AXStaticText", "description": "UI Options", "role_description": "text", "value": "UI Options", "position": "-391.00;-244.00", "size": "65;17", "children": []}, {"name": null, "role": "AXCheckBox", "description": "Compact mode", "role_description": "checkbox", "value": 0, "position": "-391.00;-244.00", "size": "122;25", "children": []}, {"name": null, "role": "AXTextField", "description": "text/html", "role_description": "text field", "value": "\nUI elements take up less screen space", "position": "-391.00;-244.00", "size": "218;15", "children": [{"name": null, "role": "AXTextField", "description": "text/html", "role_description": "text field", "value": null, "position": "-391.00;-244.00", "size": "0;0", "children": []}, {"name": null, "role": "AXTextField", "description": "text/html", "role_description": "text field", "value": null, "position": "-391.00;-244.00", "size": "218;15", "children": []}, {"name": null, "role": "AXTextField", "description": "text/html", "role_description": "text field", "value": null, "position": "-391.00;-244.00", "size": "0;15", "children": []}]}, {"name": null, "role": "AXCheckBox", "description": "Always show full path in window header", "role_description": "checkbox", "value": 0, "position": "-391.00;-244.00", "size": "274;25", "children": []}, {"name": null, "role": "AXCheckBox", "description": "Use project colors in main toolbar", "role_description": "checkbox", "value": 1, "position": "-391.00;-244.00", "size": "235;25", "children": []}, {"name": null, "role": "AXTextField", "description": "text/html", "role_description": "text field", "value": "\nDistinguish projects with different toolbar colors at a glance.", "position": "-391.00;-244.00", "size": "240;30", "children": [{"name": null, "role": "AXTextField", "description": "text/html", "role_description": "text field", "value": null, "position": "-391.00;-244.00", "size": "0;0", "children": []}, {"name": null, "role": "AXTextField", "description": "text/html", "role_description": "text field", "value": null, "position": "-391.00;-244.00", "size": "238;30", "children": []}, {"name": null, "role": "AXTextField", "description": "text/html", "role_description": "text field", "value": null, "position": "-391.00;-244.00", "size": "0;15", "children": []}]}, {"name": null, "role": "AXCheckBox", "description": "Drag-and-drop with Alt pressed only", "role_description": "checkbox", "value": 0, "position": "-391.00;-244.00", "size": "254;25", "children": []}, {"name": null, "role": "AXCheckBox", "description": "Smooth scrolling", "role_description": "checkbox", "value": 1, "position": "-391.00;-244.00", "size": "131;25", "children": []}, {"name": null, "role": "AXImage", "description": null, "role_description": "image", "value": null, "position": "-391.00;-244.00", "size": "16;16", "children": []}, {"name": null, "role": "AXCheckBox", "description": "Enable mnemonics in controls", "role_description": "checkbox", "value": 1, "position": "-391.00;-244.00", "size": "211;25", "children": []}, {"name": null, "role": "AXCheckBox", "description": "Enable mnemonics in menu", "role_description": "checkbox", "value": 0, "position": "-391.00;-244.00", "size": "195;25", "children": []}, {"name": null, "role": "AXCheckBox", "description": "Display icons in menu items", "role_description": "checkbox", "value": 1, "position": "-391.00;-244.00", "size": "198;25", "children": []}, {"name": null, "role": "AXCheckBox", "description": "Keep popups open for toggle items", "role_description": "checkbox", "value": 1, "position": "-391.00;-244.00", "size": "244;25", "children": []}, {"name": null, "role": "AXButton", "description": "Background Image…", "role_description": "button", "value": null, "position": "-391.00;-244.00", "size": "160;34", "children": []}, {"name": null, "role": "AXStaticText", "description": "Tree Views", "role_description": "text", "value": "Tree Views", "position": "-391.00;-244.00", "size": "69;17", "children": []}, {"name": null, "role": "AXCheckBox", "description": "Show indent guides", "role_description": "checkbox", "value": 0, "position": "-391.00;-244.00", "size": "149;25", "children": []}, {"name": null, "role": "AXCheckBox", "description": "Use smaller indents", "role_description": "checkbox", "value": 0, "position": "-391.00;-244.00", "size": "149;25", "children": []}, {"name": null, "role": "AXCheckBox", "description": "Expand node with single click", "role_description": "checkbox", "value": 0, "position": "-391.00;-244.00", "size": "0;0", "children": []}, {"name": null, "role": "AXTextField", "description": "text/html", "role_description": "text field", "value": "\nSome trees may ignore this setting", "position": "-391.00;-244.00", "size": "0;0", "children": [{"name": null, "role": "AXTextField", "description": "text/html", "role_description": "text field", "value": null, "position": "-391.00;-244.00", "size": "0;0", "children": []}, {"name": null, "role": "AXTextField", "description": "text/html", "role_description": "text field", "value": null, "position": "-391.00;-244.00", "size": "0;0", "children": []}, {"name": null, "role": "AXTextField", "description": "text/html", "role_description": "text field", "value": null, "position": "-391.00;-244.00", "size": "0;0", "children": []}]}, {"name": null, "role": "AXStaticText", "description": "Tool Windows", "role_description": "text", "value": "Tool Windows", "position": "-391.00;-244.00", "size": "87;17", "children": []}, {"name": null, "role": "AXCheckBox", "description": "Show tool window bars", "role_description": "checkbox", "value": 1, "position": "-391.00;-244.00", "size": "171;25", "children": []}, {"name": null, "role": "AXCheckBox", "description": "Side-by-side layout on the left", "role_description": "checkbox", "value": 0, "position": "-391.00;-244.00", "size": "216;25", "children": []}, {"name": null, "role": "AXCheckBox", "description": "Show tool window names", "role_description": "checkbox", "value": 0, "position": "-391.00;-244.00", "size": "185;25", "children": []}, {"name": null, "role": "AXCheckBox", "description": "Side-by-side layout on the right", "role_description": "checkbox", "value": 0, "position": "-391.00;-244.00", "size": "224;25", "children": []}, {"name": null, "role": "AXCheckBox", "description": "Widescreen tool window layout", "role_description": "checkbox", "value": 0, "position": "-391.00;-244.00", "size": "220;25", "children": []}, {"name": null, "role": "AXImage", "description": null, "role_description": "image", "value": null, "position": "-391.00;-244.00", "size": "16;16", "children": []}, {"name": null, "role": "AXCheckBox", "description": "Remember size for each tool window", "role_description": "checkbox", "value": 0, "position": "-391.00;-244.00", "size": "255;25", "children": []}, {"name": null, "role": "AXStaticText", "description": "Presentation Mode", "role_description": "text", "value": "Presentation Mode", "position": "-391.00;-244.00", "size": "116;17", "children": []}, {"name": null, "role": "AXStaticText", "description": "Zoom:", "role_description": "text", "value": "Zoom:", "position": "-391.00;-244.00", "size": "39;17", "children": []}, {"name": null, "role": "AXComboBox", "description": "Zoom:", "role_description": "combo box", "value": "175%", "position": "-391.00;-244.00", "size": "92;34", "children": [{"name": null, "role": "AXPopUpButton", "description": null, "role_description": "pop up button", "value": null, "position": "-391.00;-244.00", "size": "0;0", "children": [{"name": null, "role": "AXMenuItem", "description": null, "role_description": "menu item", "value": null, "position": "-391.00;-244.00", "size": "0;0", "children": [{"name": null, "role": "AXList", "description": "list", "role_description": "list", "value": 0, "position": "-391.00;-244.00", "size": "0;0", "children": [{"name": null, "role": "AXRow", "description": "100%", "role_description": "row", "value": 0, "position": "-391.00;-244.00", "size": "0;24", "children": [{"name": null, "role": "AXStaticText", "description": "100%", "role_description": "text", "value": 0, "position": "-391.00;-244.00", "size": "0;24", "children": [{"name": null, "role": "AXStaticText", "description": "100%", "role_description": "text", "value": "100%", "position": "-391.00;-244.00", "size": "38;21", "children": []}]}]}, {"name": null, "role": "AXRow", "description": "110%", "role_description": "row", "value": 0, "position": "-391.00;-244.00", "size": "0;24", "children": [{"name": null, "role": "AXStaticText", "description": "110%", "role_description": "text", "value": 0, "position": "-391.00;-244.00", "size": "0;24", "children": [{"name": null, "role": "AXStaticText", "description": "110%", "role_description": "text", "value": "110%", "position": "-391.00;-244.00", "size": "38;21", "children": []}]}]}, {"name": null, "role": "AXRow", "description": "125%", "role_description": "row", "value": 0, "position": "-391.00;-244.00", "size": "0;24", "children": [{"name": null, "role": "AXStaticText", "description": "125%", "role_description": "text", "value": 0, "position": "-391.00;-244.00", "size": "0;24", "children": [{"name": null, "role": "AXStaticText", "description": "125%", "role_description": "text", "value": "125%", "position": "-391.00;-244.00", "size": "38;21", "children": []}]}]}, {"name": null, "role": "AXRow", "description": "150%", "role_description": "row", "value": 0, "position": "-391.00;-244.00", "size": "0;24", "children": [{"name": null, "role": "AXStaticText", "description": "150%", "role_description": "text", "value": 0, "position": "-391.00;-244.00", "size": "0;24", "children": [{"name": null, "role": "AXStaticText", "description": "150%", "role_description": "text", "value": "150%", "position": "-391.00;-244.00", "size": "38;21", "children": []}]}]}, {"name": null, "role": "AXRow", "description": "175%", "role_description": "row", "value": 0, "position": "-391.00;-244.00", "size": "0;24", "children": [{"name": null, "role": "AXStaticText", "description": "175%", "role_description": "text", "value": 0, "position": "-391.00;-244.00", "size": "0;24", "children": [{"name": null, "role": "AXStaticText", "description": "175%", "role_description": "text", "value": "175%", "position": "-391.00;-244.00", "size": "38;21", "children": []}]}]}, {"name": null, "role": "AXRow", "description": "200%", "role_description": "row", "value": 0, "position": "-391.00;-244.00", "size": "0;24", "children": [{"name": null, "role": "AXStaticText", "description": "200%", "role_description": "text", "value": 0, "position": "-391.00;-244.00", "size": "0;24", "children": [{"name": null, "role": "AXStaticText", "description": "200%", "role_description": "text", "value": "200%", "position": "-391.00;-244.00", "size": "38;21", "children": []}]}]}, {"name": null, "role": "AXRow", "description": "225%", "role_description": "row", "value": 0, "position": "-391.00;-244.00", "size": "0;24", "children": [{"name": null, "role": "AXStaticText", "description": "225%", "role_description": "text", "value": 0, "position": "-391.00;-244.00", "size": "0;24", "children": [{"name": null, "role": "AXStaticText", "description": "225%", "role_description": "text", "value": "225%", "position": "-391.00;-244.00", "size": "38;21", "children": []}]}]}, {"name": null, "role": "AXRow", "description": "250%", "role_description": "row", "value": 0, "position": "-391.00;-244.00", "size": "0;24", "children": [{"name": null, "role": "AXStaticText", "description": "250%", "role_description": "text", "value": 0, "position": "-391.00;-244.00", "size": "0;24", "children": [{"name": null, "role": "AXStaticText", "description": "250%", "role_description": "text", "value": "250%", "position": "-391.00;-244.00", "size": "38;21", "children": []}]}]}, {"name": null, "role": "AXRow", "description": "275%", "role_description": "row", "value": 0, "position": "-391.00;-244.00", "size": "0;24", "children": [{"name": null, "role": "AXStaticText", "description": "275%", "role_description": "text", "value": 0, "position": "-391.00;-244.00", "size": "0;24", "children": [{"name": null, "role": "AXStaticText", "description": "275%", "role_description": "text", "value": "275%", "position": "-391.00;-244.00", "size": "38;21", "children": []}]}]}, {"name": null, "role": "AXRow", "description": "300%", "role_description": "row", "value": 0, "position": "-391.00;-244.00", "size": "0;24", "children": [{"name": null, "role": "AXStaticText", "description": "300%", "role_description": "text", "value": 0, "position": "-391.00;-244.00", "size": "0;24", "children": [{"name": null, "role": "AXStaticText", "description": "300%", "role_description": "text", "value": "300%", "position": "-391.00;-244.00", "size": "38;21", "children": []}]}]}]}, {"name": null, "role": "AXScrollBar", "description": null, "role_description": "scroll bar", "value": 0, "position": "-391.00;-244.00", "size": "0;0", "children": []}]}]}, {"name": null, "role": "AXTextField", "description": "Zoom:", "role_description": "text field", "value": "175%", "position": "-391.00;-244.00", "size": "43;17", "children": []}]}, {"name": null, "role": "AXStaticText", "description": "Antialiasing", "role_description": "text", "value": "Antialiasing", "position": "-391.00;-244.00", "size": "70;17", "children": []}, {"name": null, "role": "AXStaticText", "description": "IDE:", "role_description": "text", "value": "IDE:", "position": "-391.00;-244.00", "size": "24;17", "children": []}, {"name": null, "role": "AXPopUpButton", "description": "IDE:", "role_description": "pop up button", "value": "Greyscale", "position": "-391.00;-244.00", "size": "156;34", "children": [{"name": null, "role": "AXPopUpButton", "description": null, "role_description": "pop up button", "value": null, "position": "-391.00;-244.00", "size": "0;0", "children": [{"name": null, "role": "AXMenuItem", "description": null, "role_description": "menu item", "value": null, "position": "-391.00;-244.00", "size": "0;0", "children": [{"name": null, "role": "AXList", "description": "list", "role_description": "list", "value": 0, "position": "-391.00;-244.00", "size": "0;0", "children": [{"name": null, "role": "AXRow", "description": "Greyscale", "role_description": "row", "value": 0, "position": "-391.00;-244.00", "size": "0;24", "children": [{"name": null, "role": "AXStaticText", "description": "Greyscale", "role_description": "text", "value": 0, "position": "-391.00;-244.00", "size": "0;24", "children": []}]}, {"name": null, "role": "AXRow", "description": "No antialiasing", "role_description": "row", "value": 0, "position": "-391.00;-244.00", "size": "0;24", "children": [{"name": null, "role": "AXStaticText", "description": "No antialiasing", "role_description": "text", "value": 0, "position": "-391.00;-244.00", "size": "0;24", "children": []}]}]}, {"name": null, "role": "AXScrollBar", "description": null, "role_description": "scroll bar", "value": 0, "position": "-391.00;-244.00", "size": "0;0", "children": []}]}]}]}, {"name": null, "role": "AXStaticText", "description": "Editor:", "role_description": "text", "value": "Editor:", "position": "-391.00;-244.00", "size": "40;17", "children": []}, {"name": null, "role": "AXPopUpButton", "description": "Editor:", "role_description": "pop up button", "value": "Greyscale", "position": "-391.00;-244.00", "size": "156;34", "children": [{"name": null, "role": "AXPopUpButton", "description": null, "role_description": "pop up button", "value": null, "position": "-391.00;-244.00", "size": "0;0", "children": [{"name": null, "role": "AXMenuItem", "description": null, "role_description": "menu item", "value": null, "position": "-391.00;-244.00", "size": "0;0", "children": [{"name": null, "role": "AXList", "description": "list", "role_description": "list", "value": 0, "position": "-391.00;-244.00", "size": "0;0", "children": [{"name": null, "role": "AXRow", "description": "Greyscale", "role_description": "row", "value": 0, "position": "-391.00;-244.00", "size": "0;24", "children": [{"name": null, "role": "AXStaticText", "description": "Greyscale", "role_description": "text", "value": 0, "position": "-391.00;-244.00", "size": "0;24", "children": []}]}, {"name": null, "role": "AXRow", "description": "No antialiasing", "role_description": "row", "value": 0, "position": "-391.00;-244.00", "size": "0;24", "children": [{"name": null, "role": "AXStaticText", "description": "No antialiasing", "role_description": "text", "value": 0, "position": "-391.00;-244.00", "size": "0;24", "children": []}]}]}, {"name": null, "role": "AXScrollBar", "description": null, "role_description": "scroll bar", "value": 0, "position": "-391.00;-244.00", "size": "0;0", "children": []}]}]}]}]}, {"name": null, "role": "AXGroup", "description": "Action Toolbar", "role_description": "group", "value": 0, "position": "-391.00;-244.00", "size": "78;34", "children": [{"name": null, "role": "AXButton", "description": "Add…", "role_description": "button", "value": null, "position": "-391.00;-244.00", "size": "78;34", "children": []}]}, {"name": null, "role": "AXGroup", "description": "Action Toolbar", "role_description": "group", "value": 0, "position": "-391.00;-244.00", "size": "151;34", "children": [{"name": null, "role": "AXButton", "description": "Edit Icon…", "role_description": "button", "value": null, "position": "-391.00;-244.00", "size": "26;24", "children": []}, {"name": null, "role": "AXButton", "description": "Move Up", "role_description": "button", "value": null, "position": "-391.00;-244.00", "size": "26;24", "children": []}, {"name": null, "role": "AXButton", "description": "Move Down", "role_description": "button", "value": null, "position": "-391.00;-244.00", "size": "26;24", "children": []}, {"name": null, "role": "AXButton", "description": "Remove", "role_description": "button", "value": null, "position": "-391.00;-244.00", "size": "26;24", "children": []}, {"name": null, "role": "AXButton", "description": "Restore Actions…", "role_description": "button", "value": null, "position": "-391.00;-244.00", "size": "26;24", "children": []}]}, {"name": null, "role": "AXTextField", "description": "Message text filter", "role_description": "text field", "value": "", "position": "-391.00;-244.00", "size": "300;34", "children": []}, {"name": null, "role": "AXScrollArea", "description": null, "role_description": "scroll area", "value": 0, "position": "-391.00;-244.00", "size": "705;534", "children": [{"name": null, "role": "AXScrollBar", "description": null, "role_description": "scroll bar", "value": 0, "position": "-391.00;-244.00", "size": "14;532", "children": []}, {"name": null, "role": "AXScrollBar", "description": null, "role_description": "scroll bar", "value": 0, "position": "-391.00;-244.00", "size": "0;0", "children": []}, {"name": null, "role": "AXOutline", "description": "tree", "role_description": "outline", "value": 0, "position": "-391.00;-244.00", "size": "703;536", "children": [{"name": null, "role": "AXRow", "description": "Main Menu", "role_description": "row", "value": 0, "position": "-391.00;-244.00", "size": "74;24", "children": [{"name": null, "role": "AXStaticText", "description": "Main Menu", "role_description": "text", "value": 0, "position": "-391.00;-244.00", "size": "74;24", "children": []}]}, {"name": null, "role": "AXRow", "description": "Main Toolbar", "role_description": "row", "value": 0, "position": "-391.00;-244.00", "size": "87;24", "children": [{"name": null, "role": "AXStaticText", "description": "Main Toolbar", "role_description": "text", "value": 0, "position": "-391.00;-244.00", "size": "87;24", "children": []}]}, {"name": null, "role": "AXRow", "description": "Editor Popup Menu", "role_description": "row", "value": 0, "position": "-391.00;-244.00", "size": "124;24", "children": [{"name": null, "role": "AXStaticText", "description": "Editor Popup Menu", "role_description": "text", "value": 0, "position": "-391.00;-244.00", "size": "124;24", "children": []}]}, {"name": null, "role": "AXRow", "description": "Editor Gutter Popup Menu", "role_description": "row", "value": 0, "position": "-391.00;-244.00", "size": "166;24", "children": [{"name": null, "role": "AXStaticText", "description": "Editor Gutter Popup Menu", "role_description": "text", "value": 0, "position": "-391.00;-244.00", "size": "166;24", "children": []}]}, {"name": null, "role": "AXRow", "description": "Editor Tab Popup Menu", "role_description": "row", "value": 0, "position": "-391.00;-244.00", "size": "151;24", "children": [{"name": null, "role": "AXStaticText", "description": "Editor Tab Popup Menu", "role_description": "text", "value": 0, "position": "-391.00;-244.00", "size": "151;24", "children": []}]}, {"name": null, "role": "AXRow", "description": "Project View Popup Menu", "role_description": "row", "value": 0, "position": "-391.00;-244.00", "size": "165;24", "children": [{"name": null, "role": "AXStaticText", "description": "Project View Popup Menu", "role_description": "text", "value": 0, "position": "-391.00;-244.00", "size": "165;24", "children": []}]}, {"name": null, "role": "AXRow", "description": "Scope View Popup Menu", "role_description": "row", "value": 0, "position": "-391.00;-244.00", "size": "160;24", "children": [{"name": null, "role": "AXStaticText", "description": "Scope View Popup Menu", "role_description": "text", "value": 0, "position": "-391.00;-244.00", "size": "160;24", "children": []}]}, {"name": null, "role": "AXRow", "description": "Navigation Bar Popup Menu", "role_description": "row", "value": 0, "position": "-391.00;-244.00", "size": "178;24", "children": [{"name": null, "role": "AXStaticText", "description": "Navigation Bar Popup Menu", "role_description": "text", "value": 0, "position": "-391.00;-244.00", "size": "178;24", "children": []}]}, {"name": null, "role": "AXRow", "description": "Navigation Bar Toolbar", "role_description": "row", "value": 0, "position": "-391.00;-244.00", "size": "147;24", "children": [{"name": null, "role": "AXStaticText", "description": "Navigation Bar Toolbar", "role_description": "text", "value": 0, "position": "-391.00;-244.00", "size": "147;24", "children": []}]}, {"name": null, "role": "AXRow", "description": "Debug Header More Popup", "role_description": "row", "value": 0, "position": "-391.00;-244.00", "size": "174;24", "children": [{"name": null, "role": "AXStaticText", "description": "Debug Header More Popup", "role_description": "text", "value": 0, "position": "-391.00;-244.00", "size": "174;24", "children": []}]}, {"name": null, "role": "AXRow", "description": "Debug Header Toolbar", "role_description": "row", "value": 0, "position": "-391.00;-244.00", "size": "146;24", "children": [{"name": null, "role": "AXStaticText", "description": "Debug Header Toolbar", "role_description": "text", "value": 0, "position": "-391.00;-244.00", "size": "146;24", "children": []}]}, {"name": null, "role": "AXRow", "description": "Debug Watches Toolbar", "role_description": "row", "value": 0, "position": "-391.00;-244.00", "size": "155;24", "children": [{"name": null, "role": "AXStaticText", "description": "Debug Watches Toolbar", "role_description": "text", "value": 0, "position": "-391.00;-244.00", "size": "155;24", "children": []}]}, {"name": null, "role": "AXRow", "description": "File History Toolbar", "role_description": "row", "value": 0, "position": "-391.00;-244.00", "size": "126;24", "children": [{"name": null, "role": "AXStaticText", "description": "File History Toolbar", "role_description": "text", "value": 0, "position": "-391.00;-244.00", "size": "126;24", "children": []}]}, {"name": null, "role": "AXRow", "description": "Floating Code Toolbar", "role_description": "row", "value": 0, "position": "-391.00;-244.00", "size": "143;24", "children": [{"name": null, "role": "AXStaticText", "description": "Floating Code Toolbar", "role_description": "text", "value": 0, "position": "-391.00;-244.00", "size": "143;24", "children": []}]}, {"name": null, "role": "AXRow", "description": "Markdown Editor Floating Toolbar", "role_description": "row", "value": 0, "position": "-391.00;-244.00", "size": "215;24", "children": [{"name": null, "role": "AXStaticText", "description": "Markdown Editor Floating Toolbar", "role_description": "text", "value": 0, "position": "-391.00;-244.00", "size": "215;24", "children": []}]}, {"name": null, "role": "AXRow", "description": "Run Tool Window Header More Popup", "role_description": "row", "value": 0, "position": "-391.00;-244.00", "size": "241;24", "children": [{"name": null, "role": "AXStaticText", "description": "Run Tool Window Header More Popup", "role_description": "text", "value": 0, "position": "-391.00;-244.00", "size": "241;24", "children": []}]}, {"name": null, "role": "AXRow", "description": "Run Tool Window Header Toolbar", "role_description": "row", "value": 0, "position": "-391.00;-244.00", "size": "213;24", "children": [{"name": null, "role": "AXStaticText", "description": "Run Tool Window Header Toolbar", "role_description": "text", "value": 0, "position": "-391.00;-244.00", "size": "213;24", "children": []}]}, {"name": null, "role": "AXRow", "description": "VCS Local Changes Toolbar", "role_description": "row", "value": 0, "position": "-391.00;-244.00", "size": "178;24", "children": [{"name": null, "role": "AXStaticText", "description": "VCS Local Changes Toolbar", "role_description": "text", "value": 0, "position": "-391.00;-244.00", "size": "178;24", "children": []}]}, {"name": null, "role": "AXRow", "description": "VCS Log Changes Browser Toolbar", "role_description": "row", "value": 0, "position": "-391.00;-244.00", "size": "223;24", "children": [{"name": null, "role": "AXStaticText", "description": "VCS Log Changes Browser Toolbar", "role_description": "text", "value": 0, "position": "-391.00;-244.00", "size": "223;24", "children": []}]}, {"name": null, "role": "AXRow", "description": "VCS Log Toolbar", "role_description": "row", "value": 0, "position": "-391.00;-244.00", "size": "111;24", "children": [{"name": null, "role": "AXStaticText", "description": "VCS Log Toolbar", "role_description": "text", "value": 0, "position": "-391.00;-244.00", "size": "111;24", "children": []}]}, {"name": null, "role": "AXRow", "description": "VCS Operations Popup", "role_description": "row", "value": 0, "position": "-391.00;-244.00", "size": "147;24", "children": [{"name": null, "role": "AXStaticText", "description": "VCS Operations Popup", "role_description": "text", "value": 0, "position": "-391.00;-244.00", "size": "147;24", "children": []}]}]}]}, {"name": null, "role": "AXScrollArea", "description": null, "role_description": "scroll area", "value": 0, "position": "-391.00;-244.00", "size": "737;600", "children": [{"name": null, "role": "AXScrollBar", "description": null, "role_description": "scroll bar", "value": 0, "position": "-391.00;-244.00", "size": "0;0", "children": []}, {"name": null, "role": "AXScrollBar", "description": null, "role_description": "scroll bar", "value": 0, "position": "-391.00;-244.00", "size": "0;0", "children": []}, {"name": null, "role": "AXCheckBox", "description": "Confirm before exiting the IDE", "role_description": "checkbox", "value": 1, "position": "-391.00;-244.00", "size": "213;25", "children": []}, {"name": null, "role": "AXStaticText", "description": "When closing a tool window with a running process:", "role_description": "text", "value": "When closing a tool window with a running process:", "position": "-391.00;-244.00", "size": "318;17", "children": []}, {"name": null, "role": "AXRadioButton", "description": "Terminate process", "role_description": "radio button", "value": 0, "position": "-391.00;-244.00", "size": "143;25", "children": []}, {"name": null, "role": "AXRadioButton", "description": "Disconnect", "role_description": "radio button", "value": 0, "position": "-391.00;-244.00", "size": "97;25", "children": []}, {"name": null, "role": "AXRadioButton", "description": "Ask", "role_description": "radio button", "value": 1, "position": "-391.00;-244.00", "size": "51;25", "children": []}, {"name": null, "role": "AXStaticText", "description": "Project", "role_description": "text", "value": "Project", "position": "-391.00;-244.00", "size": "43;17", "children": []}, {"name": null, "role": "AXCheckBox", "description": "Reopen projects on startup", "role_description": "checkbox", "value": 1, "position": "-391.00;-244.00", "size": "195;25", "children": []}, {"name": null, "role": "AXStaticText", "description": "Open project in", "role_description": "text", "value": "Open project in", "position": "-391.00;-244.00", "size": "94;17", "children": []}, {"name": null, "role": "AXRadioButton", "description": "New window", "role_description": "radio button", "value": 0, "position": "-391.00;-244.00", "size": "107;25", "children": []}, {"name": null, "role": "AXRadioButton", "description": "Current window", "role_description": "radio button", "value": 0, "position": "-391.00;-244.00", "size": "126;25", "children": []}, {"name": null, "role": "AXRadioButton", "description": "Ask", "role_description": "radio button", "value": 1, "position": "-391.00;-244.00", "size": "51;25", "children": []}, {"name": null, "role": "AXStaticText", "description": "Default project directory:", "role_description": "text", "value": "Default project directory:", "position": "-391.00;-244.00", "size": "154;17", "children": []}, {"name": null, "role": "AXTextField", "description": "Default project directory:", "role_description": "text field", "value": "", "position": "-391.00;-244.00", "size": "281;34", "children": []}, {"name": null, "role": "AXTextField", "description": "text/html", "role_description": "text field", "value": "\nThis directory is preselected in \"Open...\" and \"New | Project...\" dialogs.", "position": "-391.00;-244.00", "size": "400;15", "children": [{"name": null, "role": "AXTextField", "description": "text/html", "role_description": "text field", "value": null, "position": "-391.00;-244.00", "size": "0;0", "children": []}, {"name": null, "role": "AXTextField", "description": "text/html", "role_description": "text field", "value": null, "position": "-391.00;-244.00", "size": "400;15", "children": []}, {"name": null, "role": "AXTextField", "description": "text/html", "role_description": "text field", "value": null, "position": "-391.00;-244.00", "size": "0;15", "children": []}]}, {"name": null, "role": "AXStaticText", "description": "Autosave", "role_description": "text", "value": "Autosave", "position": "-391.00;-244.00", "size": "58;17", "children": []}, {"name": null, "role": "AXCheckBox", "description": "Save files if the IDE is idle for", "role_description": "checkbox", "value": 0, "position": "-391.00;-244.00", "size": "207;25", "children": []}, {"name": null, "role": "AXTextField", "description": null, "role_description": "text field", "value": "15", "position": "-391.00;-244.00", "size": "50;34", "children": []}, {"name": null, "role": "AXStaticText", "description": "seconds", "role_description": "text", "value": "seconds", "position": "-391.00;-244.00", "size": "52;17", "children": []}, {"name": null, "role": "AXCheckBox", "description": "Save files when switching to a different application or a built-in terminal", "role_description": "checkbox", "value": 1, "position": "-391.00;-244.00", "size": "468;25", "children": []}, {"name": null, "role": "AXCheckBox", "description": "Back up files before saving", "role_description": "checkbox", "value": 1, "position": "-391.00;-244.00", "size": "194;25", "children": []}, {"name": null, "role": "AXStaticText", "description": "Sync external changes:", "role_description": "text", "value": "Sync external changes:", "position": "-391.00;-244.00", "size": "143;17", "children": []}, {"name": null, "role": "AXCheckBox", "description": "When switching to the IDE window or opening an editor tab", "role_description": "checkbox", "value": 1, "position": "-391.00;-244.00", "size": "392;25", "children": []}, {"name": null, "role": "AXCheckBox", "description": "Periodically when the IDE is inactive (experimental)", "role_description": "checkbox", "value": 1, "position": "-391.00;-244.00", "size": "341;25", "children": []}, {"name": null, "role": "AXTextField", "description": "text/html", "role_description": "text field", "value": "\nAutosave cannot be disabled completely. How it works", "position": "-391.00;-244.00", "size": "681;15", "children": [{"name": null, "role": "AXTextField", "description": "text/html", "role_description": "text field", "value": null, "position": "-391.00;-244.00", "size": "0;0", "children": []}, {"name": null, "role": "AXTextField", "description": "text/html", "role_description": "text field", "value": null, "position": "-391.00;-244.00", "size": "237;15", "children": []}, {"name": null, "role": "AXTextField", "description": "text/html", "role_description": "text field", "value": null, "position": "-391.00;-244.00", "size": "74;15", "children": []}, {"name": null, "role": "AXTextField", "description": "text/html", "role_description": "text field", "value": null, "position": "-391.00;-244.00", "size": "0;15", "children": []}]}]}, {"name": null, "role": "AXCheckBox", "description": "Enable file colors", "role_description": "checkbox", "value": 1, "position": "-391.00;-244.00", "size": "133;25", "children": []}, {"name": null, "role": "AXCheckBox", "description": "Use in editor tabs", "role_description": "checkbox", "value": 1, "position": "-391.00;-244.00", "size": "137;25", "children": []}, {"name": null, "role": "AXCheckBox", "description": "Use in project view", "role_description": "checkbox", "value": 1, "position": "-391.00;-244.00", "size": "145;25", "children": []}, {"name": null, "role": "AXScrollArea", "description": null, "role_description": "scroll area", "value": 0, "position": "-391.00;-244.00", "size": "703;452", "children": [{"name": null, "role": "AXTable", "description": "table", "role_description": "table", "value": 0, "position": "-391.00;-244.00", "size": "703;427", "children": [{"name": null, "role": "AXRow", "description": "Non-Project Files, Yellow, 0", "role_description": "row", "value": 0, "position": "-391.00;-244.00", "size": "703;28", "children": [{"name": null, "role": "AXCell", "description": "Non-Project Files", "role_description": "cell", "value": 0, "position": "-391.00;-244.00", "size": "234;28", "children": [{"name": null, "role": "AXStaticText", "description": "Non-Project Files", "role_description": "text", "value": 0, "position": "-391.00;-244.00", "size": "234;28", "children": []}]}, {"name": null, "role": "AXCell", "description": "Yellow", "role_description": "cell", "value": 0, "position": "-391.00;-244.00", "size": "235;28", "children": [{"name": null, "role": "AXStaticText", "description": "Yellow", "role_description": "text", "value": 0, "position": "-391.00;-244.00", "size": "235;28", "children": []}]}, {"name": null, "role": "AXCell", "description": null, "role_description": "cell", "value": 0, "position": "-391.00;-244.00", "size": "234;28", "children": [{"name": null, "role": "AXCheckBox", "description": null, "role_description": "checkbox", "value": 0, "position": "-391.00;-244.00", "size": "234;28", "children": []}]}]}]}, {"name": null, "role": "AXScrollBar", "description": null, "role_description": "scroll bar", "value": 0, "position": "-391.00;-244.00", "size": "0;0", "children": []}, {"name": null, "role": "AXScrollBar", "description": null, "role_description": "scroll bar", "value": 0, "position": "-391.00;-244.00", "size": "0;0", "children": []}, {"name": null, "role": "AXStaticText", "description": "Scope", "role_description": "text", "value": "Scope", "position": "-391.00;-244.00", "size": "234;0", "children": []}, {"name": null, "role": "AXStaticText", "description": "Color", "role_description": "text", "value": "Color", "position": "-391.00;-244.00", "size": "235;0", "children": []}, {"name": null, "role": "AXStaticText", "description": "Share through VCS", "role_description": "text", "value": "Share through VCS", "position": "-391.00;-244.00", "size": "234;0", "children": []}]}, {"name": null, "role": "AXGroup", "description": "Action Toolbar", "role_description": "group", "value": 0, "position": "-391.00;-244.00", "size": "703;24", "children": [{"name": null, "role": "AXButton", "description": "Add", "role_description": "button", "value": null, "position": "-391.00;-244.00", "size": "26;24", "children": []}, {"name": null, "role": "AXButton", "description": "Remove", "role_description": "button", "value": null, "position": "-391.00;-244.00", "size": "26;24", "children": []}, {"name": null, "role": "AXButton", "description": "Up", "role_description": "button", "value": null, "position": "-391.00;-244.00", "size": "26;24", "children": []}, {"name": null, "role": "AXButton", "description": "Down", "role_description": "button", "value": null, "position": "-391.00;-244.00", "size": "26;24", "children": []}]}, {"name": null, "role": "AXTextField", "description": "text/html", "role_description": "text field", "value": "\nFiles can belong to several scopes. If there are two colors for one scope, the color of the first scope in the list is used.", "position": "-391.00;-244.00", "size": "560;30", "children": [{"name": null, "role": "AXTextField", "description": "text/html", "role_description": "text field", "value": null, "position": "-391.00;-244.00", "size": "0;0", "children": []}, {"name": null, "role": "AXTextField", "description": "text/html", "role_description": "text field", "value": null, "position": "-391.00;-244.00", "size": "531;30", "children": []}, {"name": null, "role": "AXTextField", "description": "text/html", "role_description": "text field", "value": null, "position": "-391.00;-244.00", "size": "0;15", "children": []}]}, {"name": null, "role": "AXLink", "description": "Manage scopes…", "role_description": "link", "value": null, "position": "-391.00;-244.00", "size": "110;17", "children": []}, {"name": null, "role": "AXScrollArea", "description": null, "role_description": "scroll area", "value": 0, "position": "-391.00;-244.00", "size": "147;575", "children": [{"name": null, "role": "AXOutline", "description": "tree", "role_description": "outline", "value": 0, "position": "-391.00;-244.00", "size": "147;575", "children": []}, {"name": null, "role": "AXScrollBar", "description": null, "role_description": "scroll bar", "value": 0, "position": "-391.00;-244.00", "size": "0;0", "children": []}, {"name": null, "role": "AXScrollBar", "description": null, "role_description": "scroll bar", "value": 0, "position": "-391.00;-244.00", "size": "0;0", "children": []}]}, {"name": null, "role": "AXGroup", "description": "Action Toolbar", "role_description": "group", "value": 0, "position": "-391.00;-244.00", "size": "147;24", "children": [{"name": null, "role": "AXButton", "description": "Add Scope", "role_description": "button", "value": null, "position": "-391.00;-244.00", "size": "26;24", "children": []}, {"name": null, "role": "AXButton", "description": "Delete", "role_description": "button", "value": null, "position": "-391.00;-244.00", "size": "26;24", "children": []}, {"name": null, "role": "AXButton", "description": "Copy Configuration", "role_description": "button", "value": null, "position": "-391.00;-244.00", "size": "26;24", "children": []}, {"name": null, "role": "AXButton", "description": "Save As", "role_description": "button", "value": null, "position": "-391.00;-244.00", "size": "26;24", "children": []}, {"name": null, "role": "AXButton", "description": "Move Up", "role_description": "button", "value": null, "position": "-391.00;-244.00", "size": "26;24", "children": []}, {"name": null, "role": "AXButton", "description": "Move Down", "role_description": "button", "value": null, "position": "-391.00;-244.00", "size": "26;24", "children": []}]}, {"name": null, "role": "AXStaticText", "description": "Select a scope to view or edit its details here", "role_description": "text", "value": "Select a scope to view or edit its details here", "position": "-391.00;-244.00", "size": "589;600", "children": []}, {"name": null, "role": "AXCheckBox", "description": "Display balloon notifications", "role_description": "checkbox", "value": 1, "position": "-391.00;-244.00", "size": "200;25", "children": []}, {"name": null, "role": "AXCheckBox", "description": "Enable system notifications", "role_description": "checkbox", "value": 1, "position": "-391.00;-244.00", "size": "197;25", "children": []}, {"name": null, "role": "AXStaticText", "description": "Announce with screen reader:", "role_description": "text", "value": "Announce with screen reader:", "position": "-391.00;-244.00", "size": "0;0", "children": []}, {"name": null, "role": "AXPopUpButton", "description": "Announce with screen reader:", "role_description": "pop up button", "value": "With medium priority", "position": "-391.00;-244.00", "size": "0;0", "children": [{"name": null, "role": "AXPopUpButton", "description": null, "role_description": "pop up button", "value": null, "position": "-391.00;-244.00", "size": "0;0", "children": [{"name": null, "role": "AXMenuItem", "description": null, "role_description": "menu item", "value": null, "position": "-391.00;-244.00", "size": "0;0", "children": [{"name": null, "role": "AXList", "description": "list", "role_description": "list", "value": 0, "position": "-391.00;-244.00", "size": "0;0", "children": [{"name": null, "role": "AXRow", "description": "Off", "role_description": "row", "value": 0, "position": "-391.00;-244.00", "size": "0;24", "children": [{"name": null, "role": "AXStaticText", "description": "Off", "role_description": "text", "value": 0, "position": "-391.00;-244.00", "size": "0;24", "children": [{"name": null, "role": "AXStaticText", "description": "Off", "role_description": "text", "value": "Off", "position": "-391.00;-244.00", "size": "0;0", "children": []}]}]}, {"name": null, "role": "AXRow", "description": "With medium priority", "role_description": "row", "value": 0, "position": "-391.00;-244.00", "size": "0;24", "children": [{"name": null, "role": "AXStaticText", "description": "With medium priority", "role_description": "text", "value": 0, "position": "-391.00;-244.00", "size": "0;24", "children": [{"name": null, "role": "AXStaticText", "description": "With medium priority", "role_description": "text", "value": "With medium priority", "position": "-391.00;-244.00", "size": "0;0", "children": []}]}]}, {"name": null, "role": "AXRow", "description": "With high priority", "role_description": "row", "value": 0, "position": "-391.00;-244.00", "size": "0;24", "children": [{"name": null, "role": "AXStaticText", "description": "With high priority", "role_description": "text", "value": 0, "position": "-391.00;-244.00", "size": "0;24", "children": [{"name": null, "role": "AXStaticText", "description": "With high priority", "role_description": "text", "value": "With high priority", "position": "-391.00;-244.00", "size": "0;0", "children": []}]}]}]}, {"name": null, "role": "AXScrollBar", "description": null, "role_description": "scroll bar", "value": 24, "position": "-391.00;-244.00", "size": "0;0", "children": []}]}]}]}, {"name": null, "role": "AXTextField", "description": "text/html", "role_description": "text field", "value": "\nNotifications will interrupt previous output if it has lower priority", "position": "-391.00;-244.00", "size": "0;0", "children": [{"name": null, "role": "AXTextField", "description": "text/html", "role_description": "text field", "value": null, "position": "-391.00;-244.00", "size": "0;0", "children": []}, {"name": null, "role": "AXTextField", "description": "text/html", "role_description": "text field", "value": null, "position": "-391.00;-244.00", "size": "0;0", "children": []}, {"name": null, "role": "AXTextField", "description": "text/html", "role_description": "text field", "value": null, "position": "-391.00;-244.00", "size": "0;0", "children": []}]}, {"name": null, "role": "AXScrollArea", "description": null, "role_description": "scroll area", "value": 0, "position": "-391.00;-244.00", "size": "364;214", "children": [{"name": null, "role": "AXScrollBar", "description": null, "role_description": "scroll bar", "value": 4, "position": "-391.00;-244.00", "size": "14;212", "children": []}, {"name": null, "role": "AXScrollBar", "description": null, "role_description": "scroll bar", "value": 0, "position": "-391.00;-244.00", "size": "0;0", "children": []}, {"name": null, "role": "AXList", "description": "list", "role_description": "list", "value": 0, "position": "-391.00;-244.00", "size": "362;2936", "children": [{"name": null, "role": "AXRow", "description": "Automatic indent detection disabled", "role_description": "row", "value": 0, "position": "-391.00;-244.00", "size": "362;24", "children": [{"name": null, "role": "AXStaticText", "description": "Automatic indent detection disabled", "role_description": "text", "value": 0, "position": "-391.00;-244.00", "size": "362;24", "children": [{"name": null, "role": "AXStaticText", "description": "Automatic indent detection disabled", "role_description": "text", "value": "Automatic indent detection disabled", "position": "-391.00;-244.00", "size": "171;21", "children": []}]}]}, {"name": null, "role": "AXRow", "description": "Batch quick fix", "role_description": "row", "value": 0, "position": "-391.00;-244.00", "size": "362;24", "children": [{"name": null, "role": "AXStaticText", "description": "Batch quick fix", "role_description": "text", "value": 0, "position": "-391.00;-244.00", "size": "362;24", "children": [{"name": null, "role": "AXStaticText", "description": "Batch quick fix", "role_description": "text", "value": "Batch quick fix", "position": "-391.00;-244.00", "size": "171;21", "children": []}]}]}, {"name": null, "role": "AXRow", "description": "Black", "role_description": "row", "value": 0, "position": "-391.00;-244.00", "size": "362;24", "children": [{"name": null, "role": "AXStaticText", "description": "Black", "role_description": "text", "value": 0, "position": "-391.00;-244.00", "size": "362;24", "children": [{"name": null, "role": "AXStaticText", "description": "Black", "role_description": "text", "value": "Black", "position": "-391.00;-244.00", "size": "171;21", "children": []}]}]}, {"name": null, "role": "AXRow", "description": "Branch context switched", "role_description": "row", "value": 0, "position": "-391.00;-244.00", "size": "362;24", "children": [{"name": null, "role": "AXStaticText", "description": "Branch context switched", "role_description": "text", "value": 0, "position": "-391.00;-244.00", "size": "362;24", "children": [{"name": null, "role": "AXStaticText", "description": "Branch context switched", "role_description": "text", "value": "Branch context switched", "position": "-391.00;-244.00", "size": "171;21", "children": []}]}]}, {"name": null, "role": "AXRow", "description": "Breakpoint hit", "role_description": "row", "value": 0, "position": "-391.00;-244.00", "size": "362;24", "children": [{"name": null, "role": "AXStaticText", "description": "Breakpoint hit", "role_description": "text", "value": 0, "position": "-391.00;-244.00", "size": "362;24", "children": [{"name": null, "role": "AXStaticText", "description": "Breakpoint hit", "role_description": "text", "value": "Breakpoint hit", "position": "-391.00;-244.00", "size": "171;21", "children": []}]}]}, {"name": null, "role": "AXRow", "description": "Browser configuration problems", "role_description": "row", "value": 0, "position": "-391.00;-244.00", "size": "362;24", "children": [{"name": null, "role": "AXStaticText", "description": "Browser configuration problems", "role_description": "text", "value": 0, "position": "-391.00;-244.00", "size": "362;24", "children": [{"name": null, "role": "AXStaticText", "description": "Browser configuration problems", "role_description": "text", "value": "Browser configuration problems", "position": "-391.00;-244.00", "size": "171;21", "children": []}]}]}, {"name": null, "role": "AXRow", "description": "Built-in HTTP server could not start", "role_description": "row", "value": 0, "position": "-391.00;-244.00", "size": "362;24", "children": [{"name": null, "role": "AXStaticText", "description": "Built-in HTTP server could not start", "role_description": "text", "value": 0, "position": "-391.00;-244.00", "size": "362;24", "children": [{"name": null, "role": "AXStaticText", "description": "Built-in HTTP server could not start", "role_description": "text", "value": "Built-in HTTP server could not start", "position": "-391.00;-244.00", "size": "171;21", "children": []}]}]}, {"name": null, "role": "AXRow", "description": "Cache recovery step performed", "role_description": "row", "value": 0, "position": "-391.00;-244.00", "size": "362;24", "children": [{"name": null, "role": "AXStaticText", "description": "Cache recovery step performed", "role_description": "text", "value": 0, "position": "-391.00;-244.00", "size": "362;24", "children": [{"name": null, "role": "AXStaticText", "description": "Cache recovery step performed", "role_description": "text", "value": "Cache recovery step performed", "position": "-391.00;-244.00", "size": "171;21", "children": []}]}]}, {"name": null, "role": "AXRow", "description": "Code inspection completed", "role_description": "row", "value": 0, "position": "-391.00;-244.00", "size": "362;24", "children": [{"name": null, "role": "AXStaticText", "description": "Code inspection completed", "role_description": "text", "value": 0, "position": "-391.00;-244.00", "size": "362;24", "children": [{"name": null, "role": "AXStaticText", "description": "Code inspection completed", "role_description": "text", "value": "Code inspection completed", "position": "-391.00;-244.00", "size": "171;21", "children": []}]}]}, {"name": null, "role": "AXRow", "description": "Code With Me common notifications", "role_description": "row", "value": 0, "position": "-391.00;-244.00", "size": "362;24", "children": [{"name": null, "role": "AXStaticText", "description": "Code With Me common notifications", "role_description": "text", "value": 0, "position": "-391.00;-244.00", "size": "362;24", "children": [{"name": null, "role": "AXStaticText", "description": "Code With Me common notifications", "role_description": "text", "value": "Code With Me common notifications", "position": "-391.00;-244.00", "size": "171;21", "children": []}]}]}, {"name": null, "role": "AXRow", "description": "Code With Me session notifications", "role_description": "row", "value": 0, "position": "-391.00;-244.00", "size": "362;24", "children": [{"name": null, "role": "AXStaticText", "description": "Code With Me session notifications", "role_description": "text", "value": 0, "position": "-391.00;-244.00", "size": "362;24", "children": [{"name": null, "role": "AXStaticText", "description": "Code With Me session notifications", "role_description": "text", "value": "Code With Me session notifications", "position": "-391.00;-244.00", "size": "171;21", "children": []}]}]}, {"name": null, "role": "AXRow", "description": "Code With Me zipped logs", "role_description": "row", "value": 0, "position": "-391.00;-244.00", "size": "362;24", "children": [{"name": null, "role": "AXStaticText", "description": "Code With Me zipped logs", "role_description": "text", "value": 0, "position": "-391.00;-244.00", "size": "362;24", "children": [{"name": null, "role": "AXStaticText", "description": "Code With Me zipped logs", "role_description": "text", "value": "Code With Me zipped logs", "position": "-391.00;-244.00", "size": "171;21", "children": []}]}]}, {"name": null, "role": "AXRow", "description": "Color Scheme deprecation", "role_description": "row", "value": 0, "position": "-391.00;-244.00", "size": "362;24", "children": [{"name": null, "role": "AXStaticText", "description": "Color Scheme deprecation", "role_description": "text", "value": 0, "position": "-391.00;-244.00", "size": "362;24", "children": [{"name": null, "role": "AXStaticText", "description": "Color Scheme deprecation", "role_description": "text", "value": "Color Scheme deprecation", "position": "-391.00;-244.00", "size": "171;21", "children": []}]}]}, {"name": null, "role": "AXRow", "description": "Conflict with system shortcuts detected", "role_description": "row", "value": 0, "position": "-391.00;-244.00", "size": "362;24", "children": [{"name": null, "role": "AXStaticText", "description": "Conflict with system shortcuts detected", "role_description": "text", "value": 0, "position": "-391.00;-244.00", "size": "362;24", "children": [{"name": null, "role": "AXStaticText", "description": "Conflict with system shortcuts detected", "role_description": "text", "value": "Conflict with system shortcuts detected", "position": "-391.00;-244.00", "size": "171;21", "children": []}]}]}, {"name": null, "role": "AXRow", "description": "Could not load project", "role_description": "row", "value": 0, "position": "-391.00;-244.00", "size": "362;24", "children": [{"name": null, "role": "AXStaticText", "description": "Could not load project", "role_description": "text", "value": 0, "position": "-391.00;-244.00", "size": "362;24", "children": [{"name": null, "role": "AXStaticText", "description": "Could not load project", "role_description": "text", "value": "Could not load project", "position": "-391.00;-244.00", "size": "171;21", "children": []}]}]}, {"name": null, "role": "AXRow", "description": "Could not load settings", "role_description": "row", "value": 0, "position": "-391.00;-244.00", "size": "362;24", "children": [{"name": null, "role": "AXStaticText", "description": "Could not load settings", "role_description": "text", "value": 0, "position": "-391.00;-244.00", "size": "362;24", "children": [{"name": null, "role": "AXStaticText", "description": "Could not load settings", "role_description": "text", "value": "Could not load settings", "position": "-391.00;-244.00", "size": "171;21", "children": []}]}]}, {"name": null, "role": "AXRow", "description": "Could not save project", "role_description": "row", "value": 0, "position": "-391.00;-244.00", "size": "362;24", "children": [{"name": null, "role": "AXStaticText", "description": "Could not save project", "role_description": "text", "value": 0, "position": "-391.00;-244.00", "size": "362;24", "children": [{"name": null, "role": "AXStaticText", "description": "Could not save project", "role_description": "text", "value": "Could not save project", "position": "-391.00;-244.00", "size": "171;21", "children": []}]}]}, {"name": null, "role": "AXRow", "description": "Could not save settings", "role_description": "row", "value": 0, "position": "-391.00;-244.00", "size": "362;24", "children": [{"name": null, "role": "AXStaticText", "description": "Could not save settings", "role_description": "text", "value": 0, "position": "-391.00;-244.00", "size": "362;24", "children": [{"name": null, "role": "AXStaticText", "description": "Could not save settings", "role_description": "text", "value": "Could not save settings", "position": "-391.00;-244.00", "size": "171;21", "children": []}]}]}, {"name": null, "role": "AXRow", "description": "Debugger messages", "role_description": "row", "value": 0, "position": "-391.00;-244.00", "size": "362;24", "children": [{"name": null, "role": "AXStaticText", "description": "Debugger messages", "role_description": "text", "value": 0, "position": "-391.00;-244.00", "size": "362;24", "children": [{"name": null, "role": "AXStaticText", "description": "Debugger messages", "role_description": "text", "value": "Debugger messages", "position": "-391.00;-244.00", "size": "171;21", "children": []}]}]}, {"name": null, "role": "AXRow", "description": "Duplicate content roots detected", "role_description": "row", "value": 0, "position": "-391.00;-244.00", "size": "362;24", "children": [{"name": null, "role": "AXStaticText", "description": "Duplicate content roots detected", "role_description": "text", "value": 0, "position": "-391.00;-244.00", "size": "362;24", "children": [{"name": null, "role": "AXStaticText", "description": "Duplicate content roots detected", "role_description": "text", "value": "Duplicate content roots detected", "position": "-391.00;-244.00", "size": "171;21", "children": []}]}]}, {"name": null, "role": "AXRow", "description": "EditorConfig disabled", "role_description": "row", "value": 0, "position": "-391.00;-244.00", "size": "362;24", "children": [{"name": null, "role": "AXStaticText", "description": "EditorConfig disabled", "role_description": "text", "value": 0, "position": "-391.00;-244.00", "size": "362;24", "children": [{"name": null, "role": "AXStaticText", "description": "EditorConfig disabled", "role_description": "text", "value": "EditorConfig disabled", "position": "-391.00;-244.00", "size": "171;21", "children": []}]}]}, {"name": null, "role": "AXRow", "description": "EditorConfig operation failed", "role_description": "row", "value": 0, "position": "-391.00;-244.00", "size": "362;24", "children": [{"name": null, "role": "AXStaticText", "description": "EditorConfig operation failed", "role_description": "text", "value": 0, "position": "-391.00;-244.00", "size": "362;24", "children": [{"name": null, "role": "AXStaticText", "description": "EditorConfig operation failed", "role_description": "text", "value": "EditorConfig operation failed", "position": "-391.00;-244.00", "size": "171;21", "children": []}]}]}, {"name": null, "role": "AXRow", "description": "Embedding search notifications", "role_description": "row", "value": 0, "position": "-391.00;-244.00", "size": "362;24", "children": [{"name": null, "role": "AXStaticText", "description": "Embedding search notifications", "role_description": "text", "value": 0, "position": "-391.00;-244.00", "size": "362;24", "children": [{"name": null, "role": "AXStaticText", "description": "Embedding search notifications", "role_description": "text", "value": "Embedding search notifications", "position": "-391.00;-244.00", "size": "171;21", "children": []}]}]}, {"name": null, "role": "AXRow", "description": "Essential highlighting mode enabled", "role_description": "row", "value": 0, "position": "-391.00;-244.00", "size": "362;24", "children": [{"name": null, "role": "AXStaticText", "description": "Essential highlighting mode enabled", "role_description": "text", "value": 0, "position": "-391.00;-244.00", "size": "362;24", "children": [{"name": null, "role": "AXStaticText", "description": "Essential highlighting mode enabled", "role_description": "text", "value": "Essential highlighting mode enabled", "position": "-391.00;-244.00", "size": "171;21", "children": []}]}]}, {"name": null, "role": "AXRow", "description": "External process execution failed", "role_description": "row", "value": 0, "position": "-391.00;-244.00", "size": "362;24", "children": [{"name": null, "role": "AXStaticText", "description": "External process execution failed", "role_description": "text", "value": 0, "position": "-391.00;-244.00", "size": "362;24", "children": [{"name": null, "role": "AXStaticText", "description": "External process execution failed", "role_description": "text", "value": "External process execution failed", "position": "-391.00;-244.00", "size": "171;21", "children": []}]}]}, {"name": null, "role": "AXRow", "description": "External system build scripts found", "role_description": "row", "value": 0, "position": "-391.00;-244.00", "size": "362;24", "children": [{"name": null, "role": "AXStaticText", "description": "External system build scripts found", "role_description": "text", "value": 0, "position": "-391.00;-244.00", "size": "362;24", "children": [{"name": null, "role": "AXStaticText", "description": "External system build scripts found", "role_description": "text", "value": "External system build scripts found", "position": "-391.00;-244.00", "size": "171;21", "children": []}]}]}, {"name": null, "role": "AXRow", "description": "Failed to attach debugger to process", "role_description": "row", "value": 0, "position": "-391.00;-244.00", "size": "362;24", "children": [{"name": null, "role": "AXStaticText", "description": "Failed to attach debugger to process", "role_description": "text", "value": 0, "position": "-391.00;-244.00", "size": "362;24", "children": [{"name": null, "role": "AXStaticText", "description": "Failed to attach debugger to process", "role_description": "text", "value": "Failed to attach debugger to process", "position": "-391.00;-244.00", "size": "171;21", "children": []}]}]}, {"name": null, "role": "AXRow", "description": "Failed to generate module descriptors", "role_description": "row", "value": 0, "position": "-391.00;-244.00", "size": "362;24", "children": [{"name": null, "role": "AXStaticText", "description": "Failed to generate module descriptors", "role_description": "text", "value": 0, "position": "-391.00;-244.00", "size": "362;24", "children": [{"name": null, "role": "AXStaticText", "description": "Failed to generate module descriptors", "role_description": "text", "value": "Failed to generate module descriptors", "position": "-391.00;-244.00", "size": "171;21", "children": []}]}]}, {"name": null, "role": "AXRow", "description": "Failed to remove BOM", "role_description": "row", "value": 0, "position": "-391.00;-244.00", "size": "362;24", "children": [{"name": null, "role": "AXStaticText", "description": "Failed to remove BOM", "role_description": "text", "value": 0, "position": "-391.00;-244.00", "size": "362;24", "children": [{"name": null, "role": "AXStaticText", "description": "Failed to remove BOM", "role_description": "text", "value": "Failed to remove BOM", "position": "-391.00;-244.00", "size": "171;21", "children": []}]}]}, {"name": null, "role": "AXRow", "description": "Feature usage statistics", "role_description": "row", "value": 0, "position": "-391.00;-244.00", "size": "362;24", "children": [{"name": null, "role": "AXStaticText", "description": "Feature usage statistics", "role_description": "text", "value": 0, "position": "-391.00;-244.00", "size": "362;24", "children": [{"name": null, "role": "AXStaticText", "description": "Feature usage statistics", "role_description": "text", "value": "Feature usage statistics", "position": "-391.00;-244.00", "size": "171;21", "children": []}]}]}, {"name": null, "role": "AXRow", "description": "Feedback in IDE", "role_description": "row", "value": 0, "position": "-391.00;-244.00", "size": "362;24", "children": [{"name": null, "role": "AXStaticText", "description": "Feedback in IDE", "role_description": "text", "value": 0, "position": "-391.00;-244.00", "size": "362;24", "children": [{"name": null, "role": "AXStaticText", "description": "Feedback in IDE", "role_description": "text", "value": "Feedback in IDE", "position": "-391.00;-244.00", "size": "171;21", "children": []}]}]}, {"name": null, "role": "AXRow", "description": "File system synchronization issues detected", "role_description": "row", "value": 0, "position": "-391.00;-244.00", "size": "362;24", "children": [{"name": null, "role": "AXStaticText", "description": "File system synchronization issues detected", "role_description": "text", "value": 0, "position": "-391.00;-244.00", "size": "362;24", "children": [{"name": null, "role": "AXStaticText", "description": "File system synchronization issues detected", "role_description": "text", "value": "File system synchronization issues detected", "position": "-391.00;-244.00", "size": "171;21", "children": []}]}]}, {"name": null, "role": "AXRow", "description": "File type conflict detected", "role_description": "row", "value": 0, "position": "-391.00;-244.00", "size": "362;24", "children": [{"name": null, "role": "AXStaticText", "description": "File type conflict detected", "role_description": "text", "value": 0, "position": "-391.00;-244.00", "size": "362;24", "children": [{"name": null, "role": "AXStaticText", "description": "File type conflict detected", "role_description": "text", "value": "File type conflict detected", "position": "-391.00;-244.00", "size": "171;21", "children": []}]}]}, {"name": null, "role": "AXRow", "description": "File type pattern reassigned", "role_description": "row", "value": 0, "position": "-391.00;-244.00", "size": "362;24", "children": [{"name": null, "role": "AXStaticText", "description": "File type pattern reassigned", "role_description": "text", "value": 0, "position": "-391.00;-244.00", "size": "362;24", "children": [{"name": null, "role": "AXStaticText", "description": "File type pattern reassigned", "role_description": "text", "value": "File type pattern reassigned", "position": "-391.00;-244.00", "size": "171;21", "children": []}]}]}, {"name": null, "role": "AXRow", "description": "Find in Files operation failed", "role_description": "row", "value": 0, "position": "-391.00;-244.00", "size": "362;24", "children": [{"name": null, "role": "AXStaticText", "description": "Find in Files operation failed", "role_description": "text", "value": 0, "position": "-391.00;-244.00", "size": "362;24", "children": [{"name": null, "role": "AXStaticText", "description": "Find in Files operation failed", "role_description": "text", "value": "Find in Files operation failed", "position": "-391.00;-244.00", "size": "171;21", "children": []}]}]}, {"name": null, "role": "AXRow", "description": "Frameworks detected", "role_description": "row", "value": 0, "position": "-391.00;-244.00", "size": "362;24", "children": [{"name": null, "role": "AXStaticText", "description": "Frameworks detected", "role_description": "text", "value": 0, "position": "-391.00;-244.00", "size": "362;24", "children": [{"name": null, "role": "AXStaticText", "description": "Frameworks detected", "role_description": "text", "value": "Frameworks detected", "position": "-391.00;-244.00", "size": "171;21", "children": []}]}]}, {"name": null, "role": "AXRow", "description": "Gradle wrapper update failed", "role_description": "row", "value": 0, "position": "-391.00;-244.00", "size": "362;24", "children": [{"name": null, "role": "AXStaticText", "description": "Gradle wrapper update failed", "role_description": "text", "value": 0, "position": "-391.00;-244.00", "size": "362;24", "children": [{"name": null, "role": "AXStaticText", "description": "Gradle wrapper update failed", "role_description": "text", "value": "Gradle wrapper update failed", "position": "-391.00;-244.00", "size": "171;21", "children": []}]}]}, {"name": null, "role": "AXRow", "description": "Grazie notifications", "role_description": "row", "value": 0, "position": "-391.00;-244.00", "size": "362;24", "children": [{"name": null, "role": "AXStaticText", "description": "Grazie notifications", "role_description": "text", "value": 0, "position": "-391.00;-244.00", "size": "362;24", "children": [{"name": null, "role": "AXStaticText", "description": "Grazie notifications", "role_description": "text", "value": "Grazie notifications", "position": "-391.00;-244.00", "size": "171;21", "children": []}]}]}, {"name": null, "role": "AXRow", "description": "Heap dump analysis performed", "role_description": "row", "value": 0, "position": "-391.00;-244.00", "size": "362;24", "children": [{"name": null, "role": "AXStaticText", "description": "Heap dump analysis performed", "role_description": "text", "value": 0, "position": "-391.00;-244.00", "size": "362;24", "children": [{"name": null, "role": "AXStaticText", "description": "Heap dump analysis performed", "role_description": "text", "value": "Heap dump analysis performed", "position": "-391.00;-244.00", "size": "171;21", "children": []}]}]}, {"name": null, "role": "AXRow", "description": "IDE and plugin updates available", "role_description": "row", "value": 0, "position": "-391.00;-244.00", "size": "362;24", "children": [{"name": null, "role": "AXStaticText", "description": "IDE and plugin updates available", "role_description": "text", "value": 0, "position": "-391.00;-244.00", "size": "362;24", "children": [{"name": null, "role": "AXStaticText", "description": "IDE and plugin updates available", "role_description": "text", "value": "IDE and plugin updates available", "position": "-391.00;-244.00", "size": "171;21", "children": []}]}]}, {"name": null, "role": "AXRow", "description": "IDE caches corruption detected", "role_description": "row", "value": 0, "position": "-391.00;-244.00", "size": "362;24", "children": [{"name": null, "role": "AXStaticText", "description": "IDE caches corruption detected", "role_description": "text", "value": 0, "position": "-391.00;-244.00", "size": "362;24", "children": [{"name": null, "role": "AXStaticText", "description": "IDE caches corruption detected", "role_description": "text", "value": "IDE caches corruption detected", "position": "-391.00;-244.00", "size": "171;21", "children": []}]}]}, {"name": null, "role": "AXRow", "description": "IDE errors", "role_description": "row", "value": 0, "position": "-391.00;-244.00", "size": "362;24", "children": [{"name": null, "role": "AXStaticText", "description": "IDE errors", "role_description": "text", "value": 0, "position": "-391.00;-244.00", "size": "362;24", "children": [{"name": null, "role": "AXStaticText", "description": "IDE errors", "role_description": "text", "value": "IDE errors", "position": "-391.00;-244.00", "size": "171;21", "children": []}]}]}, {"name": null, "role": "AXRow", "description": "IDE Feature Suggester", "role_description": "row", "value": 0, "position": "-391.00;-244.00", "size": "362;24", "children": [{"name": null, "role": "AXStaticText", "description": "IDE Feature Suggester", "role_description": "text", "value": 0, "position": "-391.00;-244.00", "size": "362;24", "children": [{"name": null, "role": "AXStaticText", "description": "IDE Feature Suggester", "role_description": "text", "value": "IDE Feature Suggester", "position": "-391.00;-244.00", "size": "171;21", "children": []}]}]}, {"name": null, "role": "AXRow", "description": "IDE Features Trainer", "role_description": "row", "value": 0, "position": "-391.00;-244.00", "size": "362;24", "children": [{"name": null, "role": "AXStaticText", "description": "IDE Features Trainer", "role_description": "text", "value": 0, "position": "-391.00;-244.00", "size": "362;24", "children": [{"name": null, "role": "AXStaticText", "description": "IDE Features Trainer", "role_description": "text", "value": "IDE Features Trainer", "position": "-391.00;-244.00", "size": "171;21", "children": []}]}]}, {"name": null, "role": "AXRow", "description": "IDE self-profiling", "role_description": "row", "value": 0, "position": "-391.00;-244.00", "size": "362;24", "children": [{"name": null, "role": "AXStaticText", "description": "IDE self-profiling", "role_description": "text", "value": 0, "position": "-391.00;-244.00", "size": "362;24", "children": [{"name": null, "role": "AXStaticText", "description": "IDE self-profiling", "role_description": "text", "value": "IDE self-profiling", "position": "-391.00;-244.00", "size": "171;21", "children": []}]}]}, {"name": null, "role": "AXRow", "description": "IDE updates installed", "role_description": "row", "value": 0, "position": "-391.00;-244.00", "size": "362;24", "children": [{"name": null, "role": "AXStaticText", "description": "IDE updates installed", "role_description": "text", "value": 0, "position": "-391.00;-244.00", "size": "362;24", "children": [{"name": null, "role": "AXStaticText", "description": "IDE updates installed", "role_description": "text", "value": "IDE updates installed", "position": "-391.00;-244.00", "size": "171;21", "children": []}]}]}, {"name": null, "role": "AXRow", "description": "Incorrect Formatting Inspection", "role_description": "row", "value": 0, "position": "-391.00;-244.00", "size": "362;24", "children": [{"name": null, "role": "AXStaticText", "description": "Incorrect Formatting Inspection", "role_description": "text", "value": 0, "position": "-391.00;-244.00", "size": "362;24", "children": [{"name": null, "role": "AXStaticText", "description": "Incorrect Formatting Inspection", "role_description": "text", "value": "Incorrect Formatting Inspection", "position": "-391.00;-244.00", "size": "171;21", "children": []}]}]}, {"name": null, "role": "AXRow", "description": "Installation is complete", "role_description": "row", "value": 0, "position": "-391.00;-244.00", "size": "362;24", "children": [{"name": null, "role": "AXStaticText", "description": "Installation is complete", "role_description": "text", "value": 0, "position": "-391.00;-244.00", "size": "362;24", "children": [{"name": null, "role": "AXStaticText", "description": "Installation is complete", "role_description": "text", "value": "Installation is complete", "position": "-391.00;-244.00", "size": "171;21", "children": []}]}]}, {"name": null, "role": "AXRow", "description": "Internal error report submitted", "role_description": "row", "value": 0, "position": "-391.00;-244.00", "size": "362;24", "children": [{"name": null, "role": "AXStaticText", "description": "Internal error report submitted", "role_description": "text", "value": 0, "position": "-391.00;-244.00", "size": "362;24", "children": [{"name": null, "role": "AXStaticText", "description": "Internal error report submitted", "role_description": "text", "value": "Internal error report submitted", "position": "-391.00;-244.00", "size": "171;21", "children": []}]}]}, {"name": null, "role": "AXRow", "description": "JDK update failed", "role_description": "row", "value": 0, "position": "-391.00;-244.00", "size": "362;24", "children": [{"name": null, "role": "AXStaticText", "description": "JDK update failed", "role_description": "text", "value": 0, "position": "-391.00;-244.00", "size": "362;24", "children": [{"name": null, "role": "AXStaticText", "description": "JDK update failed", "role_description": "text", "value": "JDK update failed", "position": "-391.00;-244.00", "size": "171;21", "children": []}]}]}, {"name": null, "role": "AXRow", "description": "JSON schema loading failed", "role_description": "row", "value": 0, "position": "-391.00;-244.00", "size": "362;24", "children": [{"name": null, "role": "AXStaticText", "description": "JSON schema loading failed", "role_description": "text", "value": 0, "position": "-391.00;-244.00", "size": "362;24", "children": [{"name": null, "role": "AXStaticText", "description": "JSON schema loading failed", "role_description": "text", "value": "JSON schema loading failed", "position": "-391.00;-244.00", "size": "171;21", "children": []}]}]}, {"name": null, "role": "AXRow", "description": "JVM performance issues detected", "role_description": "row", "value": 0, "position": "-391.00;-244.00", "size": "362;24", "children": [{"name": null, "role": "AXStaticText", "description": "JVM performance issues detected", "role_description": "text", "value": 0, "position": "-391.00;-244.00", "size": "362;24", "children": [{"name": null, "role": "AXStaticText", "description": "JVM performance issues detected", "role_description": "text", "value": "JVM performance issues detected", "position": "-391.00;-244.00", "size": "171;21", "children": []}]}]}, {"name": null, "role": "AXRow", "description": "Keymap installed", "role_description": "row", "value": 0, "position": "-391.00;-244.00", "size": "362;24", "children": [{"name": null, "role": "AXStaticText", "description": "Keymap installed", "role_description": "text", "value": 0, "position": "-391.00;-244.00", "size": "362;24", "children": [{"name": null, "role": "AXStaticText", "description": "Keymap installed", "role_description": "text", "value": "Keymap installed", "position": "-391.00;-244.00", "size": "171;21", "children": []}]}]}, {"name": null, "role": "AXRow", "description": "Keymap missing", "role_description": "row", "value": 0, "position": "-391.00;-244.00", "size": "362;24", "children": [{"name": null, "role": "AXStaticText", "description": "Keymap missing", "role_description": "text", "value": 0, "position": "-391.00;-244.00", "size": "362;24", "children": [{"name": null, "role": "AXStaticText", "description": "Keymap missing", "role_description": "text", "value": "Keymap missing", "position": "-391.00;-244.00", "size": "171;21", "children": []}]}]}, {"name": null, "role": "AXRow", "description": "Language service stopped or restarted", "role_description": "row", "value": 0, "position": "-391.00;-244.00", "size": "362;24", "children": [{"name": null, "role": "AXStaticText", "description": "Language service stopped or restarted", "role_description": "text", "value": 0, "position": "-391.00;-244.00", "size": "362;24", "children": [{"name": null, "role": "AXStaticText", "description": "Language service stopped or restarted", "role_description": "text", "value": "Language service stopped or restarted", "position": "-391.00;-244.00", "size": "171;21", "children": []}]}]}, {"name": null, "role": "AXRow", "description": "Leftover IDE directories found", "role_description": "row", "value": 0, "position": "-391.00;-244.00", "size": "362;24", "children": [{"name": null, "role": "AXStaticText", "description": "Leftover IDE directories found", "role_description": "text", "value": 0, "position": "-391.00;-244.00", "size": "362;24", "children": [{"name": null, "role": "AXStaticText", "description": "Leftover IDE directories found", "role_description": "text", "value": "Leftover IDE directories found", "position": "-391.00;-244.00", "size": "171;21", "children": []}]}]}, {"name": null, "role": "AXRow", "description": "Local history messages", "role_description": "row", "value": 0, "position": "-391.00;-244.00", "size": "362;24", "children": [{"name": null, "role": "AXStaticText", "description": "Local history messages", "role_description": "text", "value": 0, "position": "-391.00;-244.00", "size": "362;24", "children": [{"name": null, "role": "AXStaticText", "description": "Local history messages", "role_description": "text", "value": "Local history messages", "position": "-391.00;-244.00", "size": "171;21", "children": []}]}]}, {"name": null, "role": "AXRow", "description": "Low memory detected", "role_description": "row", "value": 0, "position": "-391.00;-244.00", "size": "362;24", "children": [{"name": null, "role": "AXStaticText", "description": "Low memory detected", "role_description": "text", "value": 0, "position": "-391.00;-244.00", "size": "362;24", "children": [{"name": null, "role": "AXStaticText", "description": "Low memory detected", "role_description": "text", "value": "Low memory detected", "position": "-391.00;-244.00", "size": "171;21", "children": []}]}]}, {"name": null, "role": "AXRow", "description": "Markdown", "role_description": "row", "value": 0, "position": "-391.00;-244.00", "size": "362;24", "children": [{"name": null, "role": "AXStaticText", "description": "Markdown", "role_description": "text", "value": 0, "position": "-391.00;-244.00", "size": "362;24", "children": [{"name": null, "role": "AXStaticText", "description": "Markdown", "role_description": "text", "value": "Markdown", "position": "-391.00;-244.00", "size": "171;21", "children": []}]}]}, {"name": null, "role": "AXRow", "description": "Maximum number of editor carets reached", "role_description": "row", "value": 0, "position": "-391.00;-244.00", "size": "362;24", "children": [{"name": null, "role": "AXStaticText", "description": "Maximum number of editor carets reached", "role_description": "text", "value": 0, "position": "-391.00;-244.00", "size": "362;24", "children": [{"name": null, "role": "AXStaticText", "description": "Maximum number of editor carets reached", "role_description": "text", "value": "Maximum number of editor carets reached", "position": "-391.00;-244.00", "size": "171;21", "children": []}]}]}, {"name": null, "role": "AXRow", "description": "Microsoft Defender configuration", "role_description": "row", "value": 0, "position": "-391.00;-244.00", "size": "362;24", "children": [{"name": null, "role": "AXStaticText", "description": "Microsoft Defender configuration", "role_description": "text", "value": 0, "position": "-391.00;-244.00", "size": "362;24", "children": [{"name": null, "role": "AXStaticText", "description": "Microsoft Defender configuration", "role_description": "text", "value": "Microsoft Defender configuration", "position": "-391.00;-244.00", "size": "171;21", "children": []}]}]}, {"name": null, "role": "AXRow", "description": "Module dependencies analysis completed", "role_description": "row", "value": 0, "position": "-391.00;-244.00", "size": "362;24", "children": [{"name": null, "role": "AXStaticText", "description": "Module dependencies analysis completed", "role_description": "text", "value": 0, "position": "-391.00;-244.00", "size": "362;24", "children": [{"name": null, "role": "AXStaticText", "description": "Module dependencies analysis completed", "role_description": "text", "value": "Module dependencies analysis completed", "position": "-391.00;-244.00", "size": "171;21", "children": []}]}]}, {"name": null, "role": "AXRow", "description": "Modules automatically loaded or unloaded", "role_description": "row", "value": 0, "position": "-391.00;-244.00", "size": "362;24", "children": [{"name": null, "role": "AXStaticText", "description": "Modules automatically loaded or unloaded", "role_description": "text", "value": 0, "position": "-391.00;-244.00", "size": "362;24", "children": [{"name": null, "role": "AXStaticText", "description": "Modules automatically loaded or unloaded", "role_description": "text", "value": "Modules automatically loaded or unloaded", "position": "-391.00;-244.00", "size": "171;21", "children": []}]}]}, {"name": null, "role": "AXRow", "description": "Modules no longer referenced by external system", "role_description": "row", "value": 0, "position": "-391.00;-244.00", "size": "362;24", "children": [{"name": null, "role": "AXStaticText", "description": "Modules no longer referenced by external system", "role_description": "text", "value": 0, "position": "-391.00;-244.00", "size": "362;24", "children": [{"name": null, "role": "AXStaticText", "description": "Modules no longer referenced by external system", "role_description": "text", "value": "Modules no longer referenced by external system", "position": "-391.00;-244.00", "size": "171;21", "children": []}]}]}, {"name": null, "role": "AXRow", "description": "Package Checker check failed", "role_description": "row", "value": 0, "position": "-391.00;-244.00", "size": "362;24", "children": [{"name": null, "role": "AXStaticText", "description": "Package Checker check failed", "role_description": "text", "value": 0, "position": "-391.00;-244.00", "size": "362;24", "children": [{"name": null, "role": "AXStaticText", "description": "Package Checker check failed", "role_description": "text", "value": "Package Checker check failed", "position": "-391.00;-244.00", "size": "171;21", "children": []}]}]}, {"name": null, "role": "AXRow", "description": "Parameter name hints settings changed", "role_description": "row", "value": 0, "position": "-391.00;-244.00", "size": "362;24", "children": [{"name": null, "role": "AXStaticText", "description": "Parameter name hints settings changed", "role_description": "text", "value": 0, "position": "-391.00;-244.00", "size": "362;24", "children": [{"name": null, "role": "AXStaticText", "description": "Parameter name hints settings changed", "role_description": "text", "value": "Parameter name hints settings changed", "position": "-391.00;-244.00", "size": "171;21", "children": []}]}]}, {"name": null, "role": "AXRow", "description": "Password storage not available", "role_description": "row", "value": 0, "position": "-391.00;-244.00", "size": "362;24", "children": [{"name": null, "role": "AXStaticText", "description": "Password storage not available", "role_description": "text", "value": 0, "position": "-391.00;-244.00", "size": "362;24", "children": [{"name": null, "role": "AXStaticText", "description": "Password storage not available", "role_description": "text", "value": "Password storage not available", "position": "-391.00;-244.00", "size": "171;21", "children": []}]}]}, {"name": null, "role": "AXRow", "description": "Permissions notifications", "role_description": "row", "value": 0, "position": "-391.00;-244.00", "size": "362;24", "children": [{"name": null, "role": "AXStaticText", "description": "Permissions notifications", "role_description": "text", "value": 0, "position": "-391.00;-244.00", "size": "362;24", "children": [{"name": null, "role": "AXStaticText", "description": "Permissions notifications", "role_description": "text", "value": "Permissions notifications", "position": "-391.00;-244.00", "size": "171;21", "children": []}]}]}, {"name": null, "role": "AXRow", "description": "Pipfile Watcher", "role_description": "row", "value": 0, "position": "-391.00;-244.00", "size": "362;24", "children": [{"name": null, "role": "AXStaticText", "description": "Pipfile Watcher", "role_description": "text", "value": 0, "position": "-391.00;-244.00", "size": "362;24", "children": [{"name": null, "role": "AXStaticText", "description": "Pipfile Watcher", "role_description": "text", "value": "Pipfile Watcher", "position": "-391.00;-244.00", "size": "171;21", "children": []}]}]}, {"name": null, "role": "AXRow", "description": "Plugin suggestions available", "role_description": "row", "value": 0, "position": "-391.00;-244.00", "size": "362;24", "children": [{"name": null, "role": "AXStaticText", "description": "Plugin suggestions available", "role_description": "text", "value": 0, "position": "-391.00;-244.00", "size": "362;24", "children": [{"name": null, "role": "AXStaticText", "description": "Plugin suggestions available", "role_description": "text", "value": "Plugin suggestions available", "position": "-391.00;-244.00", "size": "171;21", "children": []}]}]}, {"name": null, "role": "AXRow", "description": "Plugins failed to load", "role_description": "row", "value": 0, "position": "-391.00;-244.00", "size": "362;24", "children": [{"name": null, "role": "AXStaticText", "description": "Plugins failed to load", "role_description": "text", "value": 0, "position": "-391.00;-244.00", "size": "362;24", "children": [{"name": null, "role": "AXStaticText", "description": "Plugins failed to load", "role_description": "text", "value": "Plugins failed to load", "position": "-391.00;-244.00", "size": "171;21", "children": []}]}]}, {"name": null, "role": "AXRow", "description": "Plugins installed or updated", "role_description": "row", "value": 0, "position": "-391.00;-244.00", "size": "362;24", "children": [{"name": null, "role": "AXStaticText", "description": "Plugins installed or updated", "role_description": "text", "value": 0, "position": "-391.00;-244.00", "size": "362;24", "children": [{"name": null, "role": "AXStaticText", "description": "Plugins installed or updated", "role_description": "text", "value": "Plugins installed or updated", "position": "-391.00;-244.00", "size": "171;21", "children": []}]}]}, {"name": null, "role": "AXRow", "description": "Power save mode enabled", "role_description": "row", "value": 0, "position": "-391.00;-244.00", "size": "362;24", "children": [{"name": null, "role": "AXStaticText", "description": "Power save mode enabled", "role_description": "text", "value": 0, "position": "-391.00;-244.00", "size": "362;24", "children": [{"name": null, "role": "AXStaticText", "description": "Power save mode enabled", "role_description": "text", "value": "Power save mode enabled", "position": "-391.00;-244.00", "size": "171;21", "children": []}]}]}, {"name": null, "role": "AXRow", "description": "Presentation assistant", "role_description": "row", "value": 0, "position": "-391.00;-244.00", "size": "362;24", "children": [{"name": null, "role": "AXStaticText", "description": "Presentation assistant", "role_description": "text", "value": 0, "position": "-391.00;-244.00", "size": "362;24", "children": [{"name": null, "role": "AXStaticText", "description": "Presentation assistant", "role_description": "text", "value": "Presentation assistant", "position": "-391.00;-244.00", "size": "171;21", "children": []}]}]}, {"name": null, "role": "AXRow", "description": "Project startup task execution failed", "role_description": "row", "value": 0, "position": "-391.00;-244.00", "size": "362;24", "children": [{"name": null, "role": "AXStaticText", "description": "Project startup task execution failed", "role_description": "text", "value": 0, "position": "-391.00;-244.00", "size": "362;24", "children": [{"name": null, "role": "AXStaticText", "description": "Project startup task execution failed", "role_description": "text", "value": "Project startup task execution failed", "position": "-391.00;-244.00", "size": "171;21", "children": []}]}]}, {"name": null, "role": "AXRow", "description": "Project template created", "role_description": "row", "value": 0, "position": "-391.00;-244.00", "size": "362;24", "children": [{"name": null, "role": "AXStaticText", "description": "Project template created", "role_description": "text", "value": 0, "position": "-391.00;-244.00", "size": "362;24", "children": [{"name": null, "role": "AXStaticText", "description": "Project template created", "role_description": "text", "value": "Project template created", "position": "-391.00;-244.00", "size": "171;21", "children": []}]}]}, {"name": null, "role": "AXRow", "description": "Proofreading missing languages information", "role_description": "row", "value": 0, "position": "-391.00;-244.00", "size": "362;24", "children": [{"name": null, "role": "AXStaticText", "description": "Proofreading missing languages information", "role_description": "text", "value": 0, "position": "-391.00;-244.00", "size": "362;24", "children": [{"name": null, "role": "AXStaticText", "description": "Proofreading missing languages information", "role_description": "text", "value": "Proofreading missing languages information", "position": "-391.00;-244.00", "size": "171;21", "children": []}]}]}, {"name": null, "role": "AXRow", "description": "PyCharm Professional recommended", "role_description": "row", "value": 0, "position": "-391.00;-244.00", "size": "362;24", "children": [{"name": null, "role": "AXStaticText", "description": "PyCharm Professional recommended", "role_description": "text", "value": 0, "position": "-391.00;-244.00", "size": "362;24", "children": [{"name": null, "role": "AXStaticText", "description": "PyCharm Professional recommended", "role_description": "text", "value": "PyCharm Professional recommended", "position": "-391.00;-244.00", "size": "171;21", "children": []}]}]}, {"name": null, "role": "AXRow", "description": "pyproject.toml Watcher", "role_description": "row", "value": 0, "position": "-391.00;-244.00", "size": "362;24", "children": [{"name": null, "role": "AXStaticText", "description": "pyproject.toml Watcher", "role_description": "text", "value": 0, "position": "-391.00;-244.00", "size": "362;24", "children": [{"name": null, "role": "AXStaticText", "description": "pyproject.toml Watcher", "role_description": "text", "value": "pyproject.toml Watcher", "position": "-391.00;-244.00", "size": "171;21", "children": []}]}]}, {"name": null, "role": "AXRow", "description": "Python compatibility inspection recommended", "role_description": "row", "value": 0, "position": "-391.00;-244.00", "size": "362;24", "children": [{"name": null, "role": "AXStaticText", "description": "Python compatibility inspection recommended", "role_description": "text", "value": 0, "position": "-391.00;-244.00", "size": "362;24", "children": [{"name": null, "role": "AXStaticText", "description": "Python compatibility inspection recommended", "role_description": "text", "value": "Python compatibility inspection recommended", "position": "-391.00;-244.00", "size": "171;21", "children": []}]}]}, {"name": null, "role": "AXRow", "description": "Python debugger", "role_description": "row", "value": 0, "position": "-391.00;-244.00", "size": "362;24", "children": [{"name": null, "role": "AXStaticText", "description": "Python debugger", "role_description": "text", "value": 0, "position": "-391.00;-244.00", "size": "362;24", "children": [{"name": null, "role": "AXStaticText", "description": "Python debugger", "role_description": "text", "value": "Python debugger", "position": "-391.00;-244.00", "size": "171;21", "children": []}]}]}, {"name": null, "role": "AXRow", "description": "Python debugger native extension available", "role_description": "row", "value": 0, "position": "-391.00;-244.00", "size": "362;24", "children": [{"name": null, "role": "AXStaticText", "description": "Python debugger native extension available", "role_description": "text", "value": 0, "position": "-391.00;-244.00", "size": "362;24", "children": [{"name": null, "role": "AXStaticText", "description": "Python debugger native extension available", "role_description": "text", "value": "Python debugger native extension available", "position": "-391.00;-244.00", "size": "171;21", "children": []}]}]}, {"name": null, "role": "AXRow", "description": "Python interpreter configured", "role_description": "row", "value": 0, "position": "-391.00;-244.00", "size": "362;24", "children": [{"name": null, "role": "AXStaticText", "description": "Python interpreter configured", "role_description": "text", "value": 0, "position": "-391.00;-244.00", "size": "362;24", "children": [{"name": null, "role": "AXStaticText", "description": "Python interpreter configured", "role_description": "text", "value": "Python interpreter configured", "position": "-391.00;-244.00", "size": "171;21", "children": []}]}]}, {"name": null, "role": "AXRow", "description": "Python interpreter installation", "role_description": "row", "value": 0, "position": "-391.00;-244.00", "size": "362;24", "children": [{"name": null, "role": "AXStaticText", "description": "Python interpreter installation", "role_description": "text", "value": 0, "position": "-391.00;-244.00", "size": "362;24", "children": [{"name": null, "role": "AXStaticText", "description": "Python interpreter installation", "role_description": "text", "value": "Python interpreter installation", "position": "-391.00;-244.00", "size": "171;21", "children": []}]}]}, {"name": null, "role": "AXRow", "description": "Python interpreter update failed", "role_description": "row", "value": 0, "position": "-391.00;-244.00", "size": "362;24", "children": [{"name": null, "role": "AXStaticText", "description": "Python interpreter update failed", "role_description": "text", "value": 0, "position": "-391.00;-244.00", "size": "362;24", "children": [{"name": null, "role": "AXStaticText", "description": "Python interpreter update failed", "role_description": "text", "value": "Python interpreter update failed", "position": "-391.00;-244.00", "size": "171;21", "children": []}]}]}, {"name": null, "role": "AXRow", "description": "Python package requirements", "role_description": "row", "value": 0, "position": "-391.00;-244.00", "size": "362;24", "children": [{"name": null, "role": "AXStaticText", "description": "Python package requirements", "role_description": "text", "value": 0, "position": "-391.00;-244.00", "size": "362;24", "children": [{"name": null, "role": "AXStaticText", "description": "Python package requirements", "role_description": "text", "value": "Python package requirements", "position": "-391.00;-244.00", "size": "171;21", "children": []}]}]}, {"name": null, "role": "AXRow", "description": "Python Packages", "role_description": "row", "value": 0, "position": "-391.00;-244.00", "size": "362;24", "children": [{"name": null, "role": "AXStaticText", "description": "Python Packages", "role_description": "text", "value": 0, "position": "-391.00;-244.00", "size": "362;24", "children": [{"name": null, "role": "AXStaticText", "description": "Python Packages", "role_description": "text", "value": "Python Packages", "position": "-391.00;-244.00", "size": "171;21", "children": []}]}]}, {"name": null, "role": "AXRow", "description": "Python packaging", "role_description": "row", "value": 0, "position": "-391.00;-244.00", "size": "362;24", "children": [{"name": null, "role": "AXStaticText", "description": "Python packaging", "role_description": "text", "value": 0, "position": "-391.00;-244.00", "size": "362;24", "children": [{"name": null, "role": "AXStaticText", "description": "Python packaging", "role_description": "text", "value": "Python packaging", "position": "-391.00;-244.00", "size": "171;21", "children": []}]}]}, {"name": null, "role": "AXRow", "description": "Qodana", "role_description": "row", "value": 0, "position": "-391.00;-244.00", "size": "362;24", "children": [{"name": null, "role": "AXStaticText", "description": "Qodana", "role_description": "text", "value": 0, "position": "-391.00;-244.00", "size": "362;24", "children": [{"name": null, "role": "AXStaticText", "description": "Qodana", "role_description": "text", "value": "Qodana", "position": "-391.00;-244.00", "size": "171;21", "children": []}]}]}, {"name": null, "role": "AXRow", "description": "Qodana problems tab", "role_description": "row", "value": 0, "position": "-391.00;-244.00", "size": "362;24", "children": [{"name": null, "role": "AXStaticText", "description": "Qodana problems tab", "role_description": "text", "value": 0, "position": "-391.00;-244.00", "size": "362;24", "children": [{"name": null, "role": "AXStaticText", "description": "Qodana problems tab", "role_description": "text", "value": "Qodana problems tab", "position": "-391.00;-244.00", "size": "171;21", "children": []}]}]}, {"name": null, "role": "AXRow", "description": "Qodana tips", "role_description": "row", "value": 0, "position": "-391.00;-244.00", "size": "362;24", "children": [{"name": null, "role": "AXStaticText", "description": "Qodana tips", "role_description": "text", "value": 0, "position": "-391.00;-244.00", "size": "362;24", "children": [{"name": null, "role": "AXStaticText", "description": "Qodana tips", "role_description": "text", "value": "Qodana tips", "position": "-391.00;-244.00", "size": "171;21", "children": []}]}]}, {"name": null, "role": "AXRow", "description": "Recommended language plugin available", "role_description": "row", "value": 0, "position": "-391.00;-244.00", "size": "362;24", "children": [{"name": null, "role": "AXStaticText", "description": "Recommended language plugin available", "role_description": "text", "value": 0, "position": "-391.00;-244.00", "size": "362;24", "children": [{"name": null, "role": "AXStaticText", "description": "Recommended language plugin available", "role_description": "text", "value": "Recommended language plugin available", "position": "-391.00;-244.00", "size": "171;21", "children": []}]}]}, {"name": null, "role": "AXRow", "description": "Remote notifications", "role_description": "row", "value": 0, "position": "-391.00;-244.00", "size": "362;24", "children": [{"name": null, "role": "AXStaticText", "description": "Remote notifications", "role_description": "text", "value": 0, "position": "-391.00;-244.00", "size": "362;24", "children": [{"name": null, "role": "AXStaticText", "description": "Remote notifications", "role_description": "text", "value": "Remote notifications", "position": "-391.00;-244.00", "size": "171;21", "children": []}]}]}, {"name": null, "role": "AXRow", "description": "Required plugins not loaded", "role_description": "row", "value": 0, "position": "-391.00;-244.00", "size": "362;24", "children": [{"name": null, "role": "AXStaticText", "description": "Required plugins not loaded", "role_description": "text", "value": 0, "position": "-391.00;-244.00", "size": "362;24", "children": [{"name": null, "role": "AXStaticText", "description": "Required plugins not loaded", "role_description": "text", "value": "Required plugins not loaded", "position": "-391.00;-244.00", "size": "171;21", "children": []}]}]}, {"name": null, "role": "AXRow", "description": "Run Anything command executed", "role_description": "row", "value": 0, "position": "-391.00;-244.00", "size": "362;24", "children": [{"name": null, "role": "AXStaticText", "description": "Run Anything command executed", "role_description": "text", "value": 0, "position": "-391.00;-244.00", "size": "362;24", "children": [{"name": null, "role": "AXStaticText", "description": "Run Anything command executed", "role_description": "text", "value": "Run Anything command executed", "position": "-391.00;-244.00", "size": "171;21", "children": []}]}]}, {"name": null, "role": "AXRow", "description": "Run configurations in Services tool window", "role_description": "row", "value": 0, "position": "-391.00;-244.00", "size": "362;24", "children": [{"name": null, "role": "AXStaticText", "description": "Run configurations in Services tool window", "role_description": "text", "value": 0, "position": "-391.00;-244.00", "size": "362;24", "children": [{"name": null, "role": "AXStaticText", "description": "Run configurations in Services tool window", "role_description": "text", "value": "Run configurations in Services tool window", "position": "-391.00;-244.00", "size": "171;21", "children": []}]}]}, {"name": null, "role": "AXRow", "description": "SDK automatically configured", "role_description": "row", "value": 0, "position": "-391.00;-244.00", "size": "362;24", "children": [{"name": null, "role": "AXStaticText", "description": "SDK automatically configured", "role_description": "text", "value": 0, "position": "-391.00;-244.00", "size": "362;24", "children": [{"name": null, "role": "AXStaticText", "description": "SDK automatically configured", "role_description": "text", "value": "SDK automatically configured", "position": "-391.00;-244.00", "size": "171;21", "children": []}]}]}, {"name": null, "role": "AXRow", "description": "Settings Sync messages", "role_description": "row", "value": 0, "position": "-391.00;-244.00", "size": "362;24", "children": [{"name": null, "role": "AXStaticText", "description": "Settings Sync messages", "role_description": "text", "value": 0, "position": "-391.00;-244.00", "size": "362;24", "children": [{"name": null, "role": "AXStaticText", "description": "Settings Sync messages", "role_description": "text", "value": "Settings Sync messages", "position": "-391.00;-244.00", "size": "171;21", "children": []}]}]}, {"name": null, "role": "AXRow", "description": "Shared indexes events", "role_description": "row", "value": 0, "position": "-391.00;-244.00", "size": "362;24", "children": [{"name": null, "role": "AXStaticText", "description": "Shared indexes events", "role_description": "text", "value": 0, "position": "-391.00;-244.00", "size": "362;24", "children": [{"name": null, "role": "AXStaticText", "description": "Shared indexes events", "role_description": "text", "value": "Shared indexes events", "position": "-391.00;-244.00", "size": "171;21", "children": []}]}]}, {"name": null, "role": "AXRow", "description": "Shared indexes recommendations", "role_description": "row", "value": 0, "position": "-391.00;-244.00", "size": "362;24", "children": [{"name": null, "role": "AXStaticText", "description": "Shared indexes recommendations", "role_description": "text", "value": 0, "position": "-391.00;-244.00", "size": "362;24", "children": [{"name": null, "role": "AXStaticText", "description": "Shared indexes recommendations", "role_description": "text", "value": "Shared indexes recommendations", "position": "-391.00;-244.00", "size": "171;21", "children": []}]}]}, {"name": null, "role": "AXRow", "description": "Shell script tools available", "role_description": "row", "value": 0, "position": "-391.00;-244.00", "size": "362;24", "children": [{"name": null, "role": "AXStaticText", "description": "Shell script tools available", "role_description": "text", "value": 0, "position": "-391.00;-244.00", "size": "362;24", "children": [{"name": null, "role": "AXStaticText", "description": "Shell script tools available", "role_description": "text", "value": "Shell script tools available", "position": "-391.00;-244.00", "size": "171;21", "children": []}]}]}, {"name": null, "role": "AXRow", "description": "Spellchecker dictionary loading failed", "role_description": "row", "value": 0, "position": "-391.00;-244.00", "size": "362;24", "children": [{"name": null, "role": "AXStaticText", "description": "Spellchecker dictionary loading failed", "role_description": "text", "value": 0, "position": "-391.00;-244.00", "size": "362;24", "children": [{"name": null, "role": "AXStaticText", "description": "Spellchecker dictionary loading failed", "role_description": "text", "value": "Spellchecker dictionary loading failed", "position": "-391.00;-244.00", "size": "171;21", "children": []}]}]}, {"name": null, "role": "AXRow", "description": "Sticky lines disabled", "role_description": "row", "value": 0, "position": "-391.00;-244.00", "size": "362;24", "children": [{"name": null, "role": "AXStaticText", "description": "Sticky lines disabled", "role_description": "text", "value": 0, "position": "-391.00;-244.00", "size": "362;24", "children": [{"name": null, "role": "AXStaticText", "description": "Sticky lines disabled", "role_description": "text", "value": "Sticky lines disabled", "position": "-391.00;-244.00", "size": "171;21", "children": []}]}]}, {"name": null, "role": "AXRow", "description": "Subversion root detection failed", "role_description": "row", "value": 0, "position": "-391.00;-244.00", "size": "362;24", "children": [{"name": null, "role": "AXStaticText", "description": "Subversion root detection failed", "role_description": "text", "value": 0, "position": "-391.00;-244.00", "size": "362;24", "children": [{"name": null, "role": "AXStaticText", "description": "Subversion root detection failed", "role_description": "text", "value": "Subversion root detection failed", "position": "-391.00;-244.00", "size": "171;21", "children": []}]}]}, {"name": null, "role": "AXRow", "description": "Sync Python requirements", "role_description": "row", "value": 0, "position": "-391.00;-244.00", "size": "362;24", "children": [{"name": null, "role": "AXStaticText", "description": "Sync Python requirements", "role_description": "text", "value": 0, "position": "-391.00;-244.00", "size": "362;24", "children": [{"name": null, "role": "AXStaticText", "description": "Sync Python requirements", "role_description": "text", "value": "Sync Python requirements", "position": "-391.00;-244.00", "size": "171;21", "children": []}]}]}, {"name": null, "role": "AXRow", "description": "System clipboard unavailable", "role_description": "row", "value": 0, "position": "-391.00;-244.00", "size": "362;24", "children": [{"name": null, "role": "AXStaticText", "description": "System clipboard unavailable", "role_description": "text", "value": 0, "position": "-391.00;-244.00", "size": "362;24", "children": [{"name": null, "role": "AXStaticText", "description": "System clipboard unavailable", "role_description": "text", "value": "System clipboard unavailable", "position": "-391.00;-244.00", "size": "171;21", "children": []}]}]}, {"name": null, "role": "AXRow", "description": "System health issue detected", "role_description": "row", "value": 0, "position": "-391.00;-244.00", "size": "362;24", "children": [{"name": null, "role": "AXStaticText", "description": "System health issue detected", "role_description": "text", "value": 0, "position": "-391.00;-244.00", "size": "362;24", "children": [{"name": null, "role": "AXStaticText", "description": "System health issue detected", "role_description": "text", "value": "System health issue detected", "position": "-391.00;-244.00", "size": "171;21", "children": []}]}]}, {"name": null, "role": "AXRow", "description": "System messages", "role_description": "row", "value": 0, "position": "-391.00;-244.00", "size": "362;24", "children": [{"name": null, "role": "AXStaticText", "description": "System messages", "role_description": "text", "value": 0, "position": "-391.00;-244.00", "size": "362;24", "children": [{"name": null, "role": "AXStaticText", "description": "System messages", "role_description": "text", "value": "System messages", "position": "-391.00;-244.00", "size": "171;21", "children": []}]}]}, {"name": null, "role": "AXRow", "description": "Task context data corrupted", "role_description": "row", "value": 0, "position": "-391.00;-244.00", "size": "362;24", "children": [{"name": null, "role": "AXStaticText", "description": "Task context data corrupted", "role_description": "text", "value": 0, "position": "-391.00;-244.00", "size": "362;24", "children": [{"name": null, "role": "AXStaticText", "description": "Task context data corrupted", "role_description": "text", "value": "Task context data corrupted", "position": "-391.00;-244.00", "size": "171;21", "children": []}]}]}, {"name": null, "role": "AXRow", "description": "Task server connection failed", "role_description": "row", "value": 0, "position": "-391.00;-244.00", "size": "362;24", "children": [{"name": null, "role": "AXStaticText", "description": "Task server connection failed", "role_description": "text", "value": 0, "position": "-391.00;-244.00", "size": "362;24", "children": [{"name": null, "role": "AXStaticText", "description": "Task server connection failed", "role_description": "text", "value": "Task server connection failed", "position": "-391.00;-244.00", "size": "171;21", "children": []}]}]}, {"name": null, "role": "AXRow", "description": "Test execution finished", "role_description": "row", "value": 0, "position": "-391.00;-244.00", "size": "362;24", "children": [{"name": null, "role": "AXStaticText", "description": "Test execution finished", "role_description": "text", "value": 0, "position": "-391.00;-244.00", "size": "362;24", "children": [{"name": null, "role": "AXStaticText", "description": "Test execution finished", "role_description": "text", "value": "Test execution finished", "position": "-391.00;-244.00", "size": "171;21", "children": []}]}]}, {"name": null, "role": "AXRow", "description": "TextMate bundle loading failed", "role_description": "row", "value": 0, "position": "-391.00;-244.00", "size": "362;24", "children": [{"name": null, "role": "AXStaticText", "description": "TextMate bundle loading failed", "role_description": "text", "value": 0, "position": "-391.00;-244.00", "size": "362;24", "children": [{"name": null, "role": "AXStaticText", "description": "TextMate bundle loading failed", "role_description": "text", "value": "TextMate bundle loading failed", "position": "-391.00;-244.00", "size": "171;21", "children": []}]}]}, {"name": null, "role": "AXRow", "description": "Timeout opening page in browser", "role_description": "row", "value": 0, "position": "-391.00;-244.00", "size": "362;24", "children": [{"name": null, "role": "AXStaticText", "description": "Timeout opening page in browser", "role_description": "text", "value": 0, "position": "-391.00;-244.00", "size": "362;24", "children": [{"name": null, "role": "AXStaticText", "description": "Timeout opening page in browser", "role_description": "text", "value": "Timeout opening page in browser", "position": "-391.00;-244.00", "size": "171;21", "children": []}]}]}, {"name": null, "role": "AXRow", "description": "Unindexed Maven repositories found", "role_description": "row", "value": 0, "position": "-391.00;-244.00", "size": "362;24", "children": [{"name": null, "role": "AXStaticText", "description": "Unindexed Maven repositories found", "role_description": "text", "value": 0, "position": "-391.00;-244.00", "size": "362;24", "children": [{"name": null, "role": "AXStaticText", "description": "Unindexed Maven repositories found", "role_description": "text", "value": "Unindexed Maven repositories found", "position": "-391.00;-244.00", "size": "171;21", "children": []}]}]}, {"name": null, "role": "AXRow", "description": "VCS common messages", "role_description": "row", "value": 0, "position": "-391.00;-244.00", "size": "362;24", "children": [{"name": null, "role": "AXStaticText", "description": "VCS common messages", "role_description": "text", "value": 0, "position": "-391.00;-244.00", "size": "362;24", "children": [{"name": null, "role": "AXStaticText", "description": "VCS common messages", "role_description": "text", "value": "VCS common messages", "position": "-391.00;-244.00", "size": "171;21", "children": []}]}]}, {"name": null, "role": "AXRow", "description": "VCS external executable validation failed", "role_description": "row", "value": 0, "position": "-391.00;-244.00", "size": "362;24", "children": [{"name": null, "role": "AXStaticText", "description": "VCS external executable validation failed", "role_description": "text", "value": 0, "position": "-391.00;-244.00", "size": "362;24", "children": [{"name": null, "role": "AXStaticText", "description": "VCS external executable validation failed", "role_description": "text", "value": "VCS external executable validation failed", "position": "-391.00;-244.00", "size": "171;21", "children": []}]}]}, {"name": null, "role": "AXRow", "description": "VCS hosting integrations", "role_description": "row", "value": 0, "position": "-391.00;-244.00", "size": "362;24", "children": [{"name": null, "role": "AXStaticText", "description": "VCS hosting integrations", "role_description": "text", "value": 0, "position": "-391.00;-244.00", "size": "362;24", "children": [{"name": null, "role": "AXStaticText", "description": "VCS hosting integrations", "role_description": "text", "value": "VCS hosting integrations", "position": "-391.00;-244.00", "size": "171;21", "children": []}]}]}, {"name": null, "role": "AXRow", "description": "VCS important messages", "role_description": "row", "value": 0, "position": "-391.00;-244.00", "size": "362;24", "children": [{"name": null, "role": "AXStaticText", "description": "VCS important messages", "role_description": "text", "value": 0, "position": "-391.00;-244.00", "size": "362;24", "children": [{"name": null, "role": "AXStaticText", "description": "VCS important messages", "role_description": "text", "value": "VCS important messages", "position": "-391.00;-244.00", "size": "171;21", "children": []}]}]}, {"name": null, "role": "AXRow", "description": "VCS messages", "role_description": "row", "value": 0, "position": "-391.00;-244.00", "size": "362;24", "children": [{"name": null, "role": "AXStaticText", "description": "VCS messages", "role_description": "text", "value": 0, "position": "-391.00;-244.00", "size": "362;24", "children": [{"name": null, "role": "AXStaticText", "description": "VCS messages", "role_description": "text", "value": "VCS messages", "position": "-391.00;-244.00", "size": "171;21", "children": []}]}]}, {"name": null, "role": "AXRow", "description": "VCS notifications", "role_description": "row", "value": 0, "position": "-391.00;-244.00", "size": "362;24", "children": [{"name": null, "role": "AXStaticText", "description": "VCS notifications", "role_description": "text", "value": 0, "position": "-391.00;-244.00", "size": "362;24", "children": [{"name": null, "role": "AXStaticText", "description": "VCS notifications", "role_description": "text", "value": "VCS notifications", "position": "-391.00;-244.00", "size": "171;21", "children": []}]}]}, {"name": null, "role": "AXRow", "description": "VCS silent notifications", "role_description": "row", "value": 0, "position": "-391.00;-244.00", "size": "362;24", "children": [{"name": null, "role": "AXStaticText", "description": "VCS silent notifications", "role_description": "text", "value": 0, "position": "-391.00;-244.00", "size": "362;24", "children": [{"name": null, "role": "AXStaticText", "description": "VCS silent notifications", "role_description": "text", "value": "VCS silent notifications", "position": "-391.00;-244.00", "size": "171;21", "children": []}]}]}, {"name": null, "role": "AXRow", "description": "Virtual file system", "role_description": "row", "value": 0, "position": "-391.00;-244.00", "size": "362;24", "children": [{"name": null, "role": "AXStaticText", "description": "Virtual file system", "role_description": "text", "value": 0, "position": "-391.00;-244.00", "size": "362;24", "children": [{"name": null, "role": "AXStaticText", "description": "Virtual file system", "role_description": "text", "value": "Virtual file system", "position": "-391.00;-244.00", "size": "171;21", "children": []}]}]}]}]}, {"name": null, "role": "AXStaticText", "description": "Popup type:", "role_description": "text", "value": "Popup type:", "position": "-391.00;-244.00", "size": "74;17", "children": []}, {"name": null, "role": "AXPopUpButton", "description": "Popup type:", "role_description": "pop up button", "value": "Sticky balloon", "position": "-391.00;-244.00", "size": "151;34", "children": [{"name": null, "role": "AXPopUpButton", "description": null, "role_description": "pop up button", "value": null, "position": "-391.00;-244.00", "size": "0;0", "children": [{"name": null, "role": "AXMenuItem", "description": null, "role_description": "menu item", "value": null, "position": "-391.00;-244.00", "size": "0;0", "children": [{"name": null, "role": "AXList", "description": "list", "role_description": "list", "value": 0, "position": "-391.00;-244.00", "size": "0;0", "children": [{"name": null, "role": "AXRow", "description": "No popup", "role_description": "row", "value": 0, "position": "-391.00;-244.00", "size": "0;24", "children": [{"name": null, "role": "AXStaticText", "description": "No popup", "role_description": "text", "value": 0, "position": "-391.00;-244.00", "size": "0;24", "children": []}]}, {"name": null, "role": "AXRow", "description": "Balloon", "role_description": "row", "value": 0, "position": "-391.00;-244.00", "size": "0;24", "children": [{"name": null, "role": "AXStaticText", "description": "Balloon", "role_description": "text", "value": 0, "position": "-391.00;-244.00", "size": "0;24", "children": []}]}, {"name": null, "role": "AXRow", "description": "Sticky balloon", "role_description": "row", "value": 0, "position": "-391.00;-244.00", "size": "0;24", "children": [{"name": null, "role": "AXStaticText", "description": "Sticky balloon", "role_description": "text", "value": 0, "position": "-391.00;-244.00", "size": "0;24", "children": []}]}]}, {"name": null, "role": "AXScrollBar", "description": null, "role_description": "scroll bar", "value": 48, "position": "-391.00;-244.00", "size": "0;0", "children": []}]}]}]}, {"name": null, "role": "AXCheckBox", "description": "Show in tool window", "role_description": "checkbox", "value": 1, "position": "-391.00;-244.00", "size": "155;25", "children": []}, {"name": null, "role": "AXCheckBox", "description": "Play sound", "role_description": "checkbox", "value": 0, "position": "-391.00;-244.00", "size": "95;25", "children": []}, {"name": null, "role": "AXCheckBox", "description": "Read aloud", "role_description": "checkbox", "value": 0, "position": "-391.00;-244.00", "size": "97;25", "children": []}, {"name": null, "role": "AXStaticText", "description": "Don't ask again notifications:", "role_description": "text", "value": "Don't ask again notifications:", "position": "-391.00;-244.00", "size": "177;17", "children": []}, {"name": null, "role": "AXScrollArea", "description": null, "role_description": "scroll area", "value": 0, "position": "-391.00;-244.00", "size": "703;231", "children": [{"name": null, "role": "AXList", "description": "Don't ask again notifications:", "role_description": "list", "value": 0, "position": "-391.00;-244.00", "size": "703;231", "children": []}, {"name": null, "role": "AXScrollBar", "description": null, "role_description": "scroll bar", "value": 0, "position": "-391.00;-244.00", "size": "0;0", "children": []}, {"name": null, "role": "AXScrollBar", "description": null, "role_description": "scroll bar", "value": 0, "position": "-391.00;-244.00", "size": "0;0", "children": []}]}, {"name": null, "role": "AXGroup", "description": "Action Toolbar", "role_description": "group", "value": 0, "position": "-391.00;-244.00", "size": "703;24", "children": [{"name": null, "role": "AXButton", "description": "Remove", "role_description": "button", "value": null, "position": "-391.00;-244.00", "size": "26;24", "children": []}]}, {"name": null, "role": "AXImage", "description": null, "role_description": "image", "value": null, "position": "-391.00;-244.00", "size": "6;17", "children": []}, {"name": null, "role": "AXScrollArea", "description": null, "role_description": "scroll area", "value": 0, "position": "-391.00;-244.00", "size": "207;546", "children": [{"name": null, "role": "AXList", "description": "list", "role_description": "list", "value": 0, "position": "-391.00;-244.00", "size": "207;546", "children": []}, {"name": null, "role": "AXScrollBar", "description": null, "role_description": "scroll bar", "value": 0, "position": "-391.00;-244.00", "size": "0;0", "children": []}, {"name": null, "role": "AXScrollBar", "description": null, "role_description": "scroll bar", "value": 0, "position": "-391.00;-244.00", "size": "0;0", "children": []}]}, {"name": null, "role": "AXGroup", "description": "Action Toolbar", "role_description": "group", "value": 0, "position": "-391.00;-244.00", "size": "207;24", "children": [{"name": null, "role": "AXButton", "description": "Add", "role_description": "button", "value": null, "position": "-391.00;-244.00", "size": "26;24", "children": []}, {"name": null, "role": "AXButton", "description": "Remove", "role_description": "button", "value": null, "position": "-391.00;-244.00", "size": "26;24", "children": []}]}, {"name": null, "role": "AXStaticText", "description": "Quick Lists allow you to define commonly used groups of actions (for example, refactoring or VCS actions) and to assign keyboard shortcuts to such groups.", "role_description": "text", "value": "Quick Lists allow you to define commonly used groups of actions (for example, refactoring or VCS actions) and to assign keyboard shortcuts to such groups.", "position": "-391.00;-244.00", "size": "489;573", "children": []}, {"name": null, "role": "AXStaticText", "description": "Display name:", "role_description": "text", "value": "Display name:", "position": "-391.00;-244.00", "size": "86;17", "children": []}, {"name": null, "role": "AXTextField", "description": "Description:", "role_description": "text field", "value": "", "position": "-391.00;-244.00", "size": "393;34", "children": []}, {"name": null, "role": "AXTextField", "description": "Display name:", "role_description": "text field", "value": "", "position": "-391.00;-244.00", "size": "393;34", "children": []}, {"name": null, "role": "AXStaticText", "description": "Description:", "role_description": "text", "value": "Description:", "position": "-391.00;-244.00", "size": "74;17", "children": []}, {"name": null, "role": "AXScrollArea", "description": null, "role_description": "scroll area", "value": 0, "position": "-391.00;-244.00", "size": "487;468", "children": [{"name": null, "role": "AXList", "description": "list", "role_description": "list", "value": 0, "position": "-391.00;-244.00", "size": "487;468", "children": []}, {"name": null, "role": "AXScrollBar", "description": null, "role_description": "scroll bar", "value": 0, "position": "-391.00;-244.00", "size": "0;0", "children": []}, {"name": null, "role": "AXScrollBar", "description": null, "role_description": "scroll bar", "value": 0, "position": "-391.00;-244.00", "size": "0;0", "children": []}]}, {"name": null, "role": "AXGroup", "description": "", "role_description": "group", "value": 0, "position": "-391.00;-244.00", "size": "487;24", "children": [{"name": null, "role": "AXImage", "description": "", "role_description": "image", "value": null, "position": "-391.00;-244.00", "size": "26;24", "children": []}]}, {"name": null, "role": "AXScrollArea", "description": null, "role_description": "scroll area", "value": 0, "position": "-391.00;-244.00", "size": "703;493", "children": [{"name": null, "role": "AXTable", "description": "table", "role_description": "table", "value": 0, "position": "-391.00;-244.00", "size": "703;468", "children": []}, {"name": null, "role": "AXScrollBar", "description": null, "role_description": "scroll bar", "value": 0, "position": "-391.00;-244.00", "size": "0;0", "children": []}, {"name": null, "role": "AXScrollBar", "description": null, "role_description": "scroll bar", "value": 0, "position": "-391.00;-244.00", "size": "0;0", "children": []}, {"name": null, "role": "AXStaticText", "description": "Name", "role_description": "text", "value": "Name", "position": "-391.00;-244.00", "size": "352;0", "children": []}, {"name": null, "role": "AXStaticText", "description": "Value", "role_description": "text", "value": "Value", "position": "-391.00;-244.00", "size": "351;0", "children": []}]}, {"name": null, "role": "AXGroup", "description": "Action Toolbar", "role_description": "group", "value": 0, "position": "-391.00;-244.00", "size": "703;24", "children": [{"name": null, "role": "AXButton", "description": "Add", "role_description": "button", "value": null, "position": "-391.00;-244.00", "size": "26;24", "children": []}, {"name": null, "role": "AXButton", "description": "Remove", "role_description": "button", "value": null, "position": "-391.00;-244.00", "size": "26;24", "children": []}, {"name": null, "role": "AXButton", "description": "Edit", "role_description": "button", "value": null, "position": "-391.00;-244.00", "size": "26;24", "children": []}]}, {"name": null, "role": "AXStaticText", "description": "Ignored Variables:", "role_description": "text", "value": "Ignored Variables:", "position": "-391.00;-244.00", "size": "111;17", "children": []}, {"name": null, "role": "AXTextField", "description": "Ignored Variables:", "role_description": "text field", "value": "", "position": "-391.00;-244.00", "size": "584;34", "children": []}, {"name": null, "role": "AXStaticText", "description": "use ; to separate ignored variables", "role_description": "text", "value": "use ; to separate ignored variables", "position": "-391.00;-244.00", "size": "180;14", "children": []}, {"name": null, "role": "AXScrollArea", "description": null, "role_description": "scroll area", "value": 0, "position": "-391.00;-244.00", "size": "737;600", "children": [{"name": null, "role": "AXScrollBar", "description": null, "role_description": "scroll bar", "value": 0, "position": "-391.00;-244.00", "size": "0;0", "children": []}, {"name": null, "role": "AXScrollBar", "description": null, "role_description": "scroll bar", "value": 0, "position": "-391.00;-244.00", "size": "0;0", "children": []}, {"name": null, "role": "AXCheckBox", "description": "Show action names and shortcuts in popup", "role_description": "checkbox", "value": 0, "position": "-391.00;-244.00", "size": "294;25", "children": []}, {"name": null, "role": "AXStaticText", "description": "Popup size:", "role_description": "text", "value": "Popup size:", "position": "-391.00;-244.00", "size": "71;17", "children": []}, {"name": null, "role": "AXPopUpButton", "description": "Popup size:", "role_description": "pop up button", "value": "Medium", "position": "-391.00;-244.00", "size": "106;34", "children": [{"name": null, "role": "AXPopUpButton", "description": null, "role_description": "pop up button", "value": null, "position": "-391.00;-244.00", "size": "0;0", "children": [{"name": null, "role": "AXMenuItem", "description": null, "role_description": "menu item", "value": null, "position": "-391.00;-244.00", "size": "0;0", "children": [{"name": null, "role": "AXList", "description": "list", "role_description": "list", "value": 0, "position": "-391.00;-244.00", "size": "0;0", "children": [{"name": null, "role": "AXRow", "description": "Small", "role_description": "row", "value": 0, "position": "-391.00;-244.00", "size": "0;24", "children": [{"name": null, "role": "AXStaticText", "description": "Small", "role_description": "text", "value": 0, "position": "-391.00;-244.00", "size": "0;24", "children": [{"name": null, "role": "AXStaticText", "description": "Small", "role_description": "text", "value": "Small", "position": "-391.00;-244.00", "size": "36;21", "children": []}]}]}, {"name": null, "role": "AXRow", "description": "Medium", "role_description": "row", "value": 0, "position": "-391.00;-244.00", "size": "0;24", "children": [{"name": null, "role": "AXStaticText", "description": "Medium", "role_description": "text", "value": 0, "position": "-391.00;-244.00", "size": "0;24", "children": [{"name": null, "role": "AXStaticText", "description": "Medium", "role_description": "text", "value": "Medium", "position": "-391.00;-244.00", "size": "36;21", "children": []}]}]}, {"name": null, "role": "AXRow", "description": "Large", "role_description": "row", "value": 0, "position": "-391.00;-244.00", "size": "0;24", "children": [{"name": null, "role": "AXStaticText", "description": "Large", "role_description": "text", "value": 0, "position": "-391.00;-244.00", "size": "0;24", "children": [{"name": null, "role": "AXStaticText", "description": "Large", "role_description": "text", "value": "Large", "position": "-391.00;-244.00", "size": "36;21", "children": []}]}]}]}, {"name": null, "role": "AXScrollBar", "description": null, "role_description": "scroll bar", "value": 0, "position": "-391.00;-244.00", "size": "0;0", "children": []}]}]}]}, {"name": null, "role": "AXStaticText", "description": "Display for:", "role_description": "text", "value": "Display for:", "position": "-391.00;-244.00", "size": "69;17", "children": []}, {"name": null, "role": "AXTextField", "description": "Display for:", "role_description": "text field", "value": "4", "position": "-391.00;-244.00", "size": "72;34", "children": []}, {"name": null, "role": "AXTextField", "description": "text/html", "role_description": "text field", "value": "\nseconds", "position": "-391.00;-244.00", "size": "532;17", "children": [{"name": null, "role": "AXTextField", "description": "text/html", "role_description": "text field", "value": null, "position": "-391.00;-244.00", "size": "0;0", "children": []}, {"name": null, "role": "AXTextField", "description": "text/html", "role_description": "text field", "value": null, "position": "-391.00;-244.00", "size": "52;17", "children": []}, {"name": null, "role": "AXTextField", "description": "text/html", "role_description": "text field", "value": null, "position": "-391.00;-244.00", "size": "0;17", "children": []}]}, {"name": null, "role": "AXStaticText", "description": "Position:", "role_description": "text", "value": "Position:", "position": "-391.00;-244.00", "size": "53;17", "children": []}, {"name": null, "role": "AXPopUpButton", "description": "Position:", "role_description": "pop up button", "value": "Bottom Center", "position": "-391.00;-244.00", "size": "147;34", "children": [{"name": null, "role": "AXPopUpButton", "description": null, "role_description": "pop up button", "value": null, "position": "-391.00;-244.00", "size": "0;0", "children": [{"name": null, "role": "AXMenuItem", "description": null, "role_description": "menu item", "value": null, "position": "-391.00;-244.00", "size": "0;0", "children": [{"name": null, "role": "AXList", "description": "list", "role_description": "list", "value": 0, "position": "-391.00;-244.00", "size": "0;0", "children": [{"name": null, "role": "AXRow", "description": "Top Left", "role_description": "row", "value": 0, "position": "-391.00;-244.00", "size": "0;24", "children": [{"name": null, "role": "AXStaticText", "description": "Top Left", "role_description": "text", "value": 0, "position": "-391.00;-244.00", "size": "0;24", "children": [{"name": null, "role": "AXStaticText", "description": "Top Left", "role_description": "text", "value": "Top Left", "position": "-391.00;-244.00", "size": "54;21", "children": []}]}]}, {"name": null, "role": "AXRow", "description": "Top Center", "role_description": "row", "value": 0, "position": "-391.00;-244.00", "size": "0;24", "children": [{"name": null, "role": "AXStaticText", "description": "Top Center", "role_description": "text", "value": 0, "position": "-391.00;-244.00", "size": "0;24", "children": [{"name": null, "role": "AXStaticText", "description": "Top Center", "role_description": "text", "value": "Top Center", "position": "-391.00;-244.00", "size": "54;21", "children": []}]}]}, {"name": null, "role": "AXRow", "description": "Top Right", "role_description": "row", "value": 0, "position": "-391.00;-244.00", "size": "0;24", "children": [{"name": null, "role": "AXStaticText", "description": "Top Right", "role_description": "text", "value": 0, "position": "-391.00;-244.00", "size": "0;24", "children": [{"name": null, "role": "AXStaticText", "description": "Top Right", "role_description": "text", "value": "Top Right", "position": "-391.00;-244.00", "size": "54;21", "children": []}]}]}, {"name": null, "role": "AXRow", "description": "Bottom Left", "role_description": "row", "value": 0, "position": "-391.00;-244.00", "size": "0;24", "children": [{"name": null, "role": "AXStaticText", "description": "Bottom Left", "role_description": "text", "value": 0, "position": "-391.00;-244.00", "size": "0;24", "children": [{"name": null, "role": "AXStaticText", "description": "Bottom Left", "role_description": "text", "value": "Bottom Left", "position": "-391.00;-244.00", "size": "54;21", "children": []}]}]}, {"name": null, "role": "AXRow", "description": "Bottom Center", "role_description": "row", "value": 0, "position": "-391.00;-244.00", "size": "0;24", "children": [{"name": null, "role": "AXStaticText", "description": "Bottom Center", "role_description": "text", "value": 0, "position": "-391.00;-244.00", "size": "0;24", "children": [{"name": null, "role": "AXStaticText", "description": "Bottom Center", "role_description": "text", "value": "Bottom Center", "position": "-391.00;-244.00", "size": "54;21", "children": []}]}]}, {"name": null, "role": "AXRow", "description": "Bottom Right", "role_description": "row", "value": 0, "position": "-391.00;-244.00", "size": "0;24", "children": [{"name": null, "role": "AXStaticText", "description": "Bottom Right", "role_description": "text", "value": 0, "position": "-391.00;-244.00", "size": "0;24", "children": [{"name": null, "role": "AXStaticText", "description": "Bottom Right", "role_description": "text", "value": "Bottom Right", "position": "-391.00;-244.00", "size": "54;21", "children": []}]}]}]}, {"name": null, "role": "AXScrollBar", "description": null, "role_description": "scroll bar", "value": 0, "position": "-391.00;-244.00", "size": "0;0", "children": []}]}]}]}, {"name": null, "role": "AXStaticText", "description": "Keymaps", "role_description": "text", "value": "Keymaps", "position": "-391.00;-244.00", "size": "57;17", "children": []}, {"name": null, "role": "AXStaticText", "description": "Main:", "role_description": "text", "value": "Main:", "position": "-391.00;-244.00", "size": "33;17", "children": []}, {"name": null, "role": "AXPopUpButton", "description": "Main:", "role_description": "pop up button", "value": "macOS", "position": "-391.00;-244.00", "size": "213;34", "children": [{"name": null, "role": "AXPopUpButton", "description": null, "role_description": "pop up button", "value": null, "position": "-391.00;-244.00", "size": "0;0", "children": [{"name": null, "role": "AXMenuItem", "description": null, "role_description": "menu item", "value": null, "position": "-391.00;-244.00", "size": "0;0", "children": [{"name": null, "role": "AXList", "description": "list", "role_description": "list", "value": 0, "position": "-391.00;-244.00", "size": "0;0", "children": [{"name": null, "role": "AXRow", "description": "Windows", "role_description": "row", "value": 0, "position": "-391.00;-244.00", "size": "0;24", "children": [{"name": null, "role": "AXStaticText", "description": "Windows", "role_description": "text", "value": 0, "position": "-391.00;-244.00", "size": "0;24", "children": [{"name": null, "role": "AXStaticText", "description": "Windows", "role_description": "text", "value": "Windows", "position": "-391.00;-244.00", "size": "59;21", "children": []}]}]}, {"name": null, "role": "AXRow", "description": "macOS", "role_description": "row", "value": 0, "position": "-391.00;-244.00", "size": "0;24", "children": [{"name": null, "role": "AXStaticText", "description": "macOS", "role_description": "text", "value": 0, "position": "-391.00;-244.00", "size": "0;24", "children": [{"name": null, "role": "AXStaticText", "description": "macOS", "role_description": "text", "value": "macOS", "position": "-391.00;-244.00", "size": "59;21", "children": []}]}]}, {"name": null, "role": "AXRow", "description": "IntelliJ IDEA Classic", "role_description": "row", "value": 0, "position": "-391.00;-244.00", "size": "0;24", "children": [{"name": null, "role": "AXStaticText", "description": "IntelliJ IDEA Classic", "role_description": "text", "value": 0, "position": "-391.00;-244.00", "size": "0;24", "children": [{"name": null, "role": "AXStaticText", "description": "IntelliJ IDEA Classic", "role_description": "text", "value": "IntelliJ IDEA Classic", "position": "-391.00;-244.00", "size": "59;21", "children": []}]}]}, {"name": null, "role": "AXRow", "description": "macOS System Shortcuts", "role_description": "row", "value": 0, "position": "-391.00;-244.00", "size": "0;24", "children": [{"name": null, "role": "AXStaticText", "description": "macOS System Shortcuts", "role_description": "text", "value": 0, "position": "-391.00;-244.00", "size": "0;24", "children": [{"name": null, "role": "AXStaticText", "description": "macOS System Shortcuts", "role_description": "text", "value": "macOS System Shortcuts", "position": "-391.00;-244.00", "size": "59;21", "children": []}]}]}, {"name": null, "role": "AXRow", "description": "Emacs", "role_description": "row", "value": 0, "position": "-391.00;-244.00", "size": "0;24", "children": [{"name": null, "role": "AXStaticText", "description": "Emacs", "role_description": "text", "value": 0, "position": "-391.00;-244.00", "size": "0;24", "children": [{"name": null, "role": "AXStaticText", "description": "Emacs", "role_description": "text", "value": "Emacs", "position": "-391.00;-244.00", "size": "59;21", "children": []}]}]}, {"name": null, "role": "AXRow", "description": "Sublime Text", "role_description": "row", "value": 0, "position": "-391.00;-244.00", "size": "0;24", "children": [{"name": null, "role": "AXStaticText", "description": "Sublime Text", "role_description": "text", "value": 0, "position": "-391.00;-244.00", "size": "0;24", "children": [{"name": null, "role": "AXStaticText", "description": "Sublime Text", "role_description": "text", "value": "Sublime Text", "position": "-391.00;-244.00", "size": "59;21", "children": []}]}]}, {"name": null, "role": "AXRow", "description": "Sublime Text (macOS)", "role_description": "row", "value": 0, "position": "-391.00;-244.00", "size": "0;24", "children": [{"name": null, "role": "AXStaticText", "description": "Sublime Text (macOS)", "role_description": "text", "value": 0, "position": "-391.00;-244.00", "size": "0;24", "children": [{"name": null, "role": "AXStaticText", "description": "Sublime Text (macOS)", "role_description": "text", "value": "Sublime Text (macOS)", "position": "-391.00;-244.00", "size": "59;21", "children": []}]}]}]}, {"name": null, "role": "AXScrollBar", "description": null, "role_description": "scroll bar", "value": 0, "position": "-391.00;-244.00", "size": "0;0", "children": []}]}]}]}, {"name": null, "role": "AXStaticText", "description": "Label:", "role_description": "text", "value": "Label:", "position": "-391.00;-244.00", "size": "37;17", "children": []}, {"name": null, "role": "AXTextField", "description": "Label:", "role_description": "text field", "value": "macOS", "position": "-391.00;-244.00", "size": "204;34", "children": []}, {"name": null, "role": "AXCheckBox", "description": "Additional:", "role_description": "checkbox", "value": 0, "position": "-391.00;-244.00", "size": "93;25", "children": []}, {"name": null, "role": "AXPopUpButton", "description": null, "role_description": "pop up button", "value": "Windows", "position": "-391.00;-244.00", "size": "213;34", "children": [{"name": null, "role": "AXPopUpButton", "description": null, "role_description": "pop up button", "value": null, "position": "-391.00;-244.00", "size": "0;0", "children": [{"name": null, "role": "AXMenuItem", "description": null, "role_description": "menu item", "value": null, "position": "-391.00;-244.00", "size": "0;0", "children": [{"name": null, "role": "AXList", "description": "list", "role_description": "list", "value": 0, "position": "-391.00;-244.00", "size": "0;0", "children": [{"name": null, "role": "AXRow", "description": "Windows", "role_description": "row", "value": 0, "position": "-391.00;-244.00", "size": "0;24", "children": [{"name": null, "role": "AXStaticText", "description": "Windows", "role_description": "text", "value": 0, "position": "-391.00;-244.00", "size": "0;24", "children": [{"name": null, "role": "AXStaticText", "description": "Windows", "role_description": "text", "value": "Windows", "position": "-391.00;-244.00", "size": "59;21", "children": []}]}]}, {"name": null, "role": "AXRow", "description": "macOS", "role_description": "row", "value": 0, "position": "-391.00;-244.00", "size": "0;24", "children": [{"name": null, "role": "AXStaticText", "description": "macOS", "role_description": "text", "value": 0, "position": "-391.00;-244.00", "size": "0;24", "children": [{"name": null, "role": "AXStaticText", "description": "macOS", "role_description": "text", "value": "macOS", "position": "-391.00;-244.00", "size": "59;21", "children": []}]}]}, {"name": null, "role": "AXRow", "description": "IntelliJ IDEA Classic", "role_description": "row", "value": 0, "position": "-391.00;-244.00", "size": "0;24", "children": [{"name": null, "role": "AXStaticText", "description": "IntelliJ IDEA Classic", "role_description": "text", "value": 0, "position": "-391.00;-244.00", "size": "0;24", "children": [{"name": null, "role": "AXStaticText", "description": "IntelliJ IDEA Classic", "role_description": "text", "value": "IntelliJ IDEA Classic", "position": "-391.00;-244.00", "size": "59;21", "children": []}]}]}, {"name": null, "role": "AXRow", "description": "macOS System Shortcuts", "role_description": "row", "value": 0, "position": "-391.00;-244.00", "size": "0;24", "children": [{"name": null, "role": "AXStaticText", "description": "macOS System Shortcuts", "role_description": "text", "value": 0, "position": "-391.00;-244.00", "size": "0;24", "children": [{"name": null, "role": "AXStaticText", "description": "macOS System Shortcuts", "role_description": "text", "value": "macOS System Shortcuts", "position": "-391.00;-244.00", "size": "59;21", "children": []}]}]}, {"name": null, "role": "AXRow", "description": "Emacs", "role_description": "row", "value": 0, "position": "-391.00;-244.00", "size": "0;24", "children": [{"name": null, "role": "AXStaticText", "description": "Emacs", "role_description": "text", "value": 0, "position": "-391.00;-244.00", "size": "0;24", "children": [{"name": null, "role": "AXStaticText", "description": "Emacs", "role_description": "text", "value": "Emacs", "position": "-391.00;-244.00", "size": "59;21", "children": []}]}]}, {"name": null, "role": "AXRow", "description": "Sublime Text", "role_description": "row", "value": 0, "position": "-391.00;-244.00", "size": "0;24", "children": [{"name": null, "role": "AXStaticText", "description": "Sublime Text", "role_description": "text", "value": 0, "position": "-391.00;-244.00", "size": "0;24", "children": [{"name": null, "role": "AXStaticText", "description": "Sublime Text", "role_description": "text", "value": "Sublime Text", "position": "-391.00;-244.00", "size": "59;21", "children": []}]}]}, {"name": null, "role": "AXRow", "description": "Sublime Text (macOS)", "role_description": "row", "value": 0, "position": "-391.00;-244.00", "size": "0;24", "children": [{"name": null, "role": "AXStaticText", "description": "Sublime Text (macOS)", "role_description": "text", "value": 0, "position": "-391.00;-244.00", "size": "0;24", "children": [{"name": null, "role": "AXStaticText", "description": "Sublime Text (macOS)", "role_description": "text", "value": "Sublime Text (macOS)", "position": "-391.00;-244.00", "size": "59;21", "children": []}]}]}]}, {"name": null, "role": "AXScrollBar", "description": null, "role_description": "scroll bar", "value": 0, "position": "-391.00;-244.00", "size": "0;0", "children": []}]}]}]}, {"name": null, "role": "AXStaticText", "description": "Label:", "role_description": "text", "value": "Label:", "position": "-391.00;-244.00", "size": "37;17", "children": []}, {"name": null, "role": "AXTextField", "description": "Label:", "role_description": "text field", "value": "Win/Linux", "position": "-391.00;-244.00", "size": "204;34", "children": []}]}, {"name": null, "role": "AXPopUpButton", "description": null, "role_description": "pop up button", "value": "macOS", "position": "-391.00;-244.00", "size": "200;34", "children": [{"name": null, "role": "AXPopUpButton", "description": null, "role_description": "pop up button", "value": null, "position": "-391.00;-244.00", "size": "0;0", "children": []}]}, {"name": null, "role": "AXTextField", "description": null, "role_description": "text field", "value": "", "position": "-391.00;-244.00", "size": "200;34", "children": []}, {"name": null, "role": "AXGroup", "description": "Action Toolbar", "role_description": "group", "value": 0, "position": "-391.00;-244.00", "size": "26;34", "children": [{"name": null, "role": "AXButton", "description": "Show Scheme Actions", "role_description": "button", "value": null, "position": "-391.00;-244.00", "size": "26;24", "children": []}]}, {"name": null, "role": "AXStaticText", "description": null, "role_description": "text", "value": null, "position": "-391.00;-244.00", "size": "0;0", "children": []}, {"name": null, "role": "AXLink", "description": "Get more keymaps in Settings | Plugins", "role_description": "link", "value": null, "position": "-391.00;-244.00", "size": "243;17", "children": []}, {"name": null, "role": "AXGroup", "description": "Action Toolbar", "role_description": "group", "value": 0, "position": "-391.00;-244.00", "size": "352;34", "children": [{"name": null, "role": "AXButton", "description": "Expand All", "role_description": "button", "value": null, "position": "-391.00;-244.00", "size": "26;24", "children": []}, {"name": null, "role": "AXButton", "description": "Collapse All", "role_description": "button", "value": null, "position": "-391.00;-244.00", "size": "26;24", "children": []}, {"name": null, "role": "AXButton", "description": "Edit Shortcut", "role_description": "button", "value": null, "position": "-391.00;-244.00", "size": "26;24", "children": []}, {"name": null, "role": "AXButton", "description": "Show conflicts with system shortcuts", "role_description": "button", "value": null, "position": "-391.00;-244.00", "size": "26;24", "children": []}]}, {"name": null, "role": "AXTextField", "description": "Message text filter", "role_description": "text field", "value": "", "position": "-391.00;-244.00", "size": "286;34", "children": []}, {"name": null, "role": "AXGroup", "description": "Action Toolbar", "role_description": "group", "value": 0, "position": "-391.00;-244.00", "size": "66;34", "children": [{"name": null, "role": "AXButton", "description": "Find Actions by Shortcut", "role_description": "button", "value": null, "position": "-391.00;-244.00", "size": "26;24", "children": []}, {"name": null, "role": "AXButton", "description": "Clear Filtering", "role_description": "button", "value": null, "position": "-391.00;-244.00", "size": "26;24", "children": []}]}, {"name": null, "role": "AXScrollArea", "description": null, "role_description": "scroll area", "value": 0, "position": "-391.00;-244.00", "size": "705;424", "children": [{"name": null, "role": "AXScrollBar", "description": null, "role_description": "scroll bar", "value": 0, "position": "-391.00;-244.00", "size": "14;422", "children": []}, {"name": null, "role": "AXScrollBar", "description": null, "role_description": "scroll bar", "value": 0, "position": "-391.00;-244.00", "size": "0;0", "children": []}, {"name": null, "role": "AXOutline", "description": "tree", "role_description": "outline", "value": 0, "position": "-391.00;-244.00", "size": "703;422", "children": [{"name": null, "role": "AXRow", "description": "Editor Actions", "role_description": "row", "value": 0, "position": "-391.00;-244.00", "size": "112;24", "children": [{"name": null, "role": "AXStaticText", "description": "Editor Actions", "role_description": "text", "value": 0, "position": "-391.00;-244.00", "size": "112;24", "children": []}]}, {"name": null, "role": "AXRow", "description": "Main Menu", "role_description": "row", "value": 0, "position": "-391.00;-244.00", "size": "94;24", "children": [{"name": null, "role": "AXStaticText", "description": "Main Menu", "role_description": "text", "value": 0, "position": "-391.00;-244.00", "size": "94;24", "children": []}]}, {"name": null, "role": "AXRow", "description": "Tool Windows", "role_description": "row", "value": 0, "position": "-391.00;-244.00", "size": "113;24", "children": [{"name": null, "role": "AXStaticText", "description": "Tool Windows", "role_description": "text", "value": 0, "position": "-391.00;-244.00", "size": "113;24", "children": []}]}, {"name": null, "role": "AXRow", "description": "External Tools", "role_description": "row", "value": 0, "position": "-391.00;-244.00", "size": "114;24", "children": [{"name": null, "role": "AXStaticText", "description": "External Tools", "role_description": "text", "value": 0, "position": "-391.00;-244.00", "size": "114;24", "children": []}]}, {"name": null, "role": "AXRow", "description": "External Build Systems", "role_description": "row", "value": 0, "position": "-391.00;-244.00", "size": "167;24", "children": [{"name": null, "role": "AXStaticText", "description": "External Build Systems", "role_description": "text", "value": 0, "position": "-391.00;-244.00", "size": "167;24", "children": []}]}, {"name": null, "role": "AXRow", "description": "Version Control Systems", "role_description": "row", "value": 0, "position": "-391.00;-244.00", "size": "178;24", "children": [{"name": null, "role": "AXStaticText", "description": "Version Control Systems", "role_description": "text", "value": 0, "position": "-391.00;-244.00", "size": "178;24", "children": []}]}, {"name": null, "role": "AXRow", "description": "Macros", "role_description": "row", "value": 0, "position": "-391.00;-244.00", "size": "72;24", "children": [{"name": null, "role": "AXStaticText", "description": "Macros", "role_description": "text", "value": 0, "position": "-391.00;-244.00", "size": "72;24", "children": []}]}, {"name": null, "role": "AXRow", "description": "Intentions", "role_description": "row", "value": 0, "position": "-391.00;-244.00", "size": "87;24", "children": [{"name": null, "role": "AXStaticText", "description": "Intentions", "role_description": "text", "value": 0, "position": "-391.00;-244.00", "size": "87;24", "children": []}]}, {"name": null, "role": "AXRow", "description": "Quick Lists", "role_description": "row", "value": 0, "position": "-391.00;-244.00", "size": "94;24", "children": [{"name": null, "role": "AXStaticText", "description": "Quick Lists", "role_description": "text", "value": 0, "position": "-391.00;-244.00", "size": "94;24", "children": []}]}, {"name": null, "role": "AXRow", "description": "Plugins", "role_description": "row", "value": 0, "position": "-391.00;-244.00", "size": "71;24", "children": [{"name": null, "role": "AXStaticText", "description": "Plugins", "role_description": "text", "value": 0, "position": "-391.00;-244.00", "size": "71;24", "children": []}]}, {"name": null, "role": "AXRow", "description": "Other", "role_description": "row", "value": 0, "position": "-391.00;-244.00", "size": "61;24", "children": [{"name": null, "role": "AXStaticText", "description": "Other", "role_description": "text", "value": 0, "position": "-391.00;-244.00", "size": "61;24", "children": []}]}]}]}, {"name": null, "role": "AXStaticText", "description": "Select Previous Tab, Find Action..., Second Basic Completion and 3 more shortcuts conflict with the macOS system shortcuts. Assign custom shortcuts or change the macOS system settings.", "role_description": "text", "value": "Select Previous Tab, Find Action..., Second Basic Completion and 3 more shortcuts conflict with the macOS system shortcuts. Assign custom shortcuts or change the macOS system settings.", "position": "-391.00;-244.00", "size": "793;34", "children": [{"name": null, "role": "AXImage", "description": null, "role_description": "image", "value": null, "position": "-391.00;-244.00", "size": "16;34", "children": []}, {"name": null, "role": "AXTextField", "description": "text/html", "role_description": "text field", "value": "\nSelect Previous Tab, Find Action..., Second Basic Completion and 3 more shortcuts conflict with the macOS system shortcuts. Assign custom shortcuts or change the macOS system settings.", "position": "-391.00;-244.00", "size": "773;34", "children": [{"name": null, "role": "AXTextField", "description": "text/html", "role_description": "text field", "value": null, "position": "-391.00;-244.00", "size": "0;0", "children": []}, {"name": null, "role": "AXTextField", "description": "text/html", "role_description": "text field", "value": null, "position": "-391.00;-244.00", "size": "123;17", "children": []}, {"name": null, "role": "AXTextField", "description": "text/html", "role_description": "text field", "value": null, "position": "-391.00;-244.00", "size": "7;17", "children": []}, {"name": null, "role": "AXTextField", "description": "text/html", "role_description": "text field", "value": null, "position": "-391.00;-244.00", "size": "80;17", "children": []}, {"name": null, "role": "AXTextField", "description": "text/html", "role_description": "text field", "value": null, "position": "-391.00;-244.00", "size": "7;17", "children": []}, {"name": null, "role": "AXTextField", "description": "text/html", "role_description": "text field", "value": null, "position": "-391.00;-244.00", "size": "157;17", "children": []}, {"name": null, "role": "AXTextField", "description": "text/html", "role_description": "text field", "value": null, "position": "-391.00;-244.00", "size": "30;17", "children": []}, {"name": null, "role": "AXTextField", "description": "text/html", "role_description": "text field", "value": null, "position": "-391.00;-244.00", "size": "43;17", "children": []}, {"name": null, "role": "AXTextField", "description": "text/html", "role_description": "text field", "value": null, "position": "-391.00;-244.00", "size": "325;17", "children": []}, {"name": null, "role": "AXTextField", "description": "text/html", "role_description": "text field", "value": null, "position": "-391.00;-244.00", "size": "393;17", "children": []}, {"name": null, "role": "AXTextField", "description": "text/html", "role_description": "text field", "value": null, "position": "-391.00;-244.00", "size": "0;17", "children": []}]}]}, {"name": null, "role": "AXScrollArea", "description": null, "role_description": "scroll area", "value": 0, "position": "-391.00;-244.00", "size": "737;600", "children": [{"name": null, "role": "AXScrollBar", "description": null, "role_description": "scroll bar", "value": 0, "position": "-391.00;-244.00", "size": "14;600", "children": []}, {"name": null, "role": "AXScrollBar", "description": null, "role_description": "scroll bar", "value": 0, "position": "-391.00;-244.00", "size": "0;0", "children": []}, {"name": null, "role": "AXStaticText", "description": "Mouse Control", "role_description": "text", "value": "Mouse Control", "position": "-391.00;-244.00", "size": "90;17", "children": []}, {"name": null, "role": "AXCheckBox", "description": "Change font size with Command+Mouse Wheel in:", "role_description": "checkbox", "value": 0, "position": "-391.00;-244.00", "size": "338;25", "children": []}, {"name": null, "role": "AXRadioButton", "description": "Active editor", "role_description": "radio button", "value": 1, "position": "-391.00;-244.00", "size": "106;25", "children": []}, {"name": null, "role": "AXRadioButton", "description": "All editors", "role_description": "radio button", "value": 0, "position": "-391.00;-244.00", "size": "89;25", "children": []}, {"name": null, "role": "AXCheckBox", "description": "Move code fragments with drag-and-drop", "role_description": "checkbox", "value": 1, "position": "-391.00;-244.00", "size": "288;25", "children": []}, {"name": null, "role": "AXTextField", "description": "text/html", "role_description": "text field", "value": "\nTo copy, hold Command while dragging", "position": "-391.00;-244.00", "size": "377;15", "children": [{"name": null, "role": "AXTextField", "description": "text/html", "role_description": "text field", "value": null, "position": "-391.00;-244.00", "size": "0;0", "children": []}, {"name": null, "role": "AXTextField", "description": "text/html", "role_description": "text field", "value": null, "position": "-391.00;-244.00", "size": "225;15", "children": []}, {"name": null, "role": "AXTextField", "description": "text/html", "role_description": "text field", "value": null, "position": "-391.00;-244.00", "size": "0;15", "children": []}]}, {"name": null, "role": "AXStaticText", "description": "Soft Wraps", "role_description": "text", "value": "Soft Wraps", "position": "-391.00;-244.00", "size": "68;17", "children": []}, {"name": null, "role": "AXCheckBox", "description": "Soft-wrap these files:", "role_description": "checkbox", "value": 0, "position": "-391.00;-244.00", "size": "161;25", "children": []}, {"name": null, "role": "AXTextField", "description": "Use * and ? as wildcards and ; to separate patterns", "role_description": "text field", "value": "*.md; *.txt; *.rst; *.adoc", "position": "-391.00;-244.00", "size": "402;34", "children": []}, {"name": null, "role": "AXTextField", "description": "text/html", "role_description": "text field", "value": "\nUse * and ? as wildcards and ; to separate patterns", "position": "-391.00;-244.00", "size": "290;15", "children": [{"name": null, "role": "AXTextField", "description": "text/html", "role_description": "text field", "value": null, "position": "-391.00;-244.00", "size": "0;0", "children": []}, {"name": null, "role": "AXTextField", "description": "text/html", "role_description": "text field", "value": null, "position": "-391.00;-244.00", "size": "290;15", "children": []}, {"name": null, "role": "AXTextField", "description": "text/html", "role_description": "text field", "value": null, "position": "-391.00;-244.00", "size": "0;15", "children": []}]}, {"name": null, "role": "AXCheckBox", "description": "Use the original line's indent for wrapped fragments", "role_description": "checkbox", "value": 1, "position": "-391.00;-244.00", "size": "346;25", "children": []}, {"name": null, "role": "AXStaticText", "description": "Add additional indent:", "role_description": "text", "value": "Add additional indent:", "position": "-391.00;-244.00", "size": "135;17", "children": []}, {"name": null, "role": "AXTextField", "description": "Add additional indent:", "role_description": "text field", "value": "0", "position": "-391.00;-244.00", "size": "49;34", "children": []}, {"name": null, "role": "AXStaticText", "description": "symbols", "role_description": "text", "value": "symbols", "position": "-391.00;-244.00", "size": "51;17", "children": []}, {"name": null, "role": "AXCheckBox", "description": "Only show soft-wrap indicators for the current line", "role_description": "checkbox", "value": 1, "position": "-391.00;-244.00", "size": "338;25", "children": []}, {"name": null, "role": "AXStaticText", "description": "Virtual Space", "role_description": "text", "value": "Virtual Space", "position": "-391.00;-244.00", "size": "81;17", "children": []}, {"name": null, "role": "AXStaticText", "description": "Allow caret placement:", "role_description": "text", "value": "Allow caret placement:", "position": "-391.00;-244.00", "size": "140;17", "children": []}, {"name": null, "role": "AXCheckBox", "description": "After the end of line", "role_description": "checkbox", "value": 0, "position": "-391.00;-244.00", "size": "150;25", "children": []}, {"name": null, "role": "AXCheckBox", "description": "Inside tabs", "role_description": "checkbox", "value": 0, "position": "-391.00;-244.00", "size": "95;25", "children": []}, {"name": null, "role": "AXCheckBox", "description": "Show virtual space at the bottom of the file", "role_description": "checkbox", "value": 0, "position": "-391.00;-244.00", "size": "294;25", "children": []}, {"name": null, "role": "AXStaticText", "description": "Scroll Offset", "role_description": "text", "value": "Scroll Offset", "position": "-391.00;-244.00", "size": "76;17", "children": []}, {"name": null, "role": "AXStaticText", "description": "Vertical scroll offset:", "role_description": "text", "value": "Vertical scroll offset:", "position": "-391.00;-244.00", "size": "127;17", "children": []}, {"name": null, "role": "AXTextField", "description": "Vertical scroll offset:", "role_description": "text field", "value": "1", "position": "-391.00;-244.00", "size": "72;34", "children": []}, {"name": null, "role": "AXStaticText", "description": "Vertical scroll jump:", "role_description": "text", "value": "Vertical scroll jump:", "position": "-391.00;-244.00", "size": "120;17", "children": []}, {"name": null, "role": "AXTextField", "description": "Vertical scroll jump:", "role_description": "text field", "value": "0", "position": "-391.00;-244.00", "size": "72;34", "children": []}, {"name": null, "role": "AXStaticText", "description": "Horizontal scroll offset:", "role_description": "text", "value": "Horizontal scroll offset:", "position": "-391.00;-244.00", "size": "143;17", "children": []}, {"name": null, "role": "AXTextField", "description": "Horizontal scroll offset:", "role_description": "text field", "value": "3", "position": "-391.00;-244.00", "size": "72;34", "children": []}, {"name": null, "role": "AXStaticText", "description": "Horizontal scroll jump:", "role_description": "text", "value": "Horizontal scroll jump:", "position": "-391.00;-244.00", "size": "136;17", "children": []}, {"name": null, "role": "AXTextField", "description": "Horizontal scroll jump:", "role_description": "text field", "value": "0", "position": "-391.00;-244.00", "size": "72;34", "children": []}, {"name": null, "role": "AXStaticText", "description": "Caret Movement", "role_description": "text", "value": "Caret Movement", "position": "-391.00;-244.00", "size": "103;17", "children": []}, {"name": null, "role": "AXStaticText", "description": "When moving by words:", "role_description": "text", "value": "When moving by words:", "position": "-391.00;-244.00", "size": "148;17", "children": []}, {"name": null, "role": "AXPopUpButton", "description": "When moving by words:", "role_description": "pop up button", "value": "Jump to the current word boundaries PyCharm default", "position": "-391.00;-244.00", "size": "428;34", "children": [{"name": null, "role": "AXPopUpButton", "description": null, "role_description": "pop up button", "value": null, "position": "-391.00;-244.00", "size": "0;0", "children": []}]}, {"name": null, "role": "AXStaticText", "description": "Upon line break:", "role_description": "text", "value": "Upon line break:", "position": "-391.00;-244.00", "size": "100;17", "children": []}, {"name": null, "role": "AXPopUpButton", "description": "Upon line break:", "role_description": "pop up button", "value": "Jump to the next/previous line boundaries PyCharm default", "position": "-391.00;-244.00", "size": "428;34", "children": [{"name": null, "role": "AXPopUpButton", "description": null, "role_description": "pop up button", "value": null, "position": "-391.00;-244.00", "size": "0;0", "children": []}]}, {"name": null, "role": "AXStaticText", "description": "Scrolling", "role_description": "text", "value": "Scrolling", "position": "-391.00;-244.00", "size": "53;17", "children": []}, {"name": null, "role": "AXCheckBox", "description": "Enable smooth scrolling", "role_description": "checkbox", "value": 1, "position": "-391.00;-244.00", "size": "174;25", "children": []}, {"name": null, "role": "AXStaticText", "description": "Caret behavior:", "role_description": "text", "value": "Caret behavior:", "position": "-391.00;-244.00", "size": "95;17", "children": []}, {"name": null, "role": "AXRadioButton", "description": "Keep the caret in place, scroll editor canvas", "role_description": "radio button", "value": 1, "position": "-391.00;-244.00", "size": "297;25", "children": []}, {"name": null, "role": "AXRadioButton", "description": "Move caret, minimize editor scrolling", "role_description": "radio button", "value": 0, "position": "-391.00;-244.00", "size": "254;25", "children": []}, {"name": null, "role": "AXStaticText", "description": "Rich-Text Copy", "role_description": "text", "value": "Rich-Text Copy", "position": "-391.00;-244.00", "size": "96;17", "children": []}, {"name": null, "role": "AXCheckBox", "description": "Copy (⌘C) as rich text", "role_description": "checkbox", "value": 1, "position": "-391.00;-244.00", "size": "168;25", "children": []}, {"name": null, "role": "AXTextField", "description": "text/html", "role_description": "text field", "value": "\nAll formatting will be copied, including font, colors and so on", "position": "-391.00;-244.00", "size": "497;15", "children": [{"name": null, "role": "AXTextField", "description": "text/html", "role_description": "text field", "value": null, "position": "-391.00;-244.00", "size": "0;0", "children": []}, {"name": null, "role": "AXTextField", "description": "text/html", "role_description": "text field", "value": null, "position": "-391.00;-244.00", "size": "342;15", "children": []}, {"name": null, "role": "AXTextField", "description": "text/html", "role_description": "text field", "value": null, "position": "-391.00;-244.00", "size": "0;15", "children": []}]}, {"name": null, "role": "AXStaticText", "description": "Color scheme for copied fragment:", "role_description": "text", "value": "Color scheme for copied fragment:", "position": "-391.00;-244.00", "size": "214;17", "children": []}, {"name": null, "role": "AXPopUpButton", "description": "Color scheme for copied fragment:", "role_description": "pop up button", "value": "Active scheme", "position": "-391.00;-244.00", "size": "213;34", "children": [{"name": null, "role": "AXPopUpButton", "description": null, "role_description": "pop up button", "value": null, "position": "-391.00;-244.00", "size": "0;0", "children": [{"name": null, "role": "AXMenuItem", "description": null, "role_description": "menu item", "value": null, "position": "-391.00;-244.00", "size": "0;0", "children": [{"name": null, "role": "AXList", "description": "list", "role_description": "list", "value": 0, "position": "-391.00;-244.00", "size": "0;0", "children": [{"name": null, "role": "AXRow", "description": "Active scheme", "role_description": "row", "value": 0, "position": "-391.00;-244.00", "size": "0;24", "children": [{"name": null, "role": "AXStaticText", "description": "Active scheme", "role_description": "text", "value": 0, "position": "-391.00;-244.00", "size": "0;24", "children": [{"name": null, "role": "AXStaticText", "description": "Active scheme", "role_description": "text", "value": "Active scheme", "position": "-391.00;-244.00", "size": "93;21", "children": []}]}]}, {"name": null, "role": "AXRow", "description": "Light", "role_description": "row", "value": 0, "position": "-391.00;-244.00", "size": "0;24", "children": [{"name": null, "role": "AXStaticText", "description": "Light", "role_description": "text", "value": 0, "position": "-391.00;-244.00", "size": "0;24", "children": [{"name": null, "role": "AXStaticText", "description": "Light", "role_description": "text", "value": "Light", "position": "-391.00;-244.00", "size": "93;21", "children": []}]}]}, {"name": null, "role": "AXRow", "description": "Dark", "role_description": "row", "value": 0, "position": "-391.00;-244.00", "size": "0;24", "children": [{"name": null, "role": "AXStaticText", "description": "Dark", "role_description": "text", "value": 0, "position": "-391.00;-244.00", "size": "0;24", "children": [{"name": null, "role": "AXStaticText", "description": "Dark", "role_description": "text", "value": "Dark", "position": "-391.00;-244.00", "size": "93;21", "children": []}]}]}, {"name": null, "role": "AXRow", "description": "High Contrast", "role_description": "row", "value": 0, "position": "-391.00;-244.00", "size": "0;24", "children": [{"name": null, "role": "AXStaticText", "description": "High Contrast", "role_description": "text", "value": 0, "position": "-391.00;-244.00", "size": "0;24", "children": [{"name": null, "role": "AXStaticText", "description": "High Contrast", "role_description": "text", "value": "High Contrast", "position": "-391.00;-244.00", "size": "93;21", "children": []}]}]}, {"name": null, "role": "AXRow", "description": "Classic Light", "role_description": "row", "value": 0, "position": "-391.00;-244.00", "size": "0;24", "children": [{"name": null, "role": "AXStaticText", "description": "Classic Light", "role_description": "text", "value": 0, "position": "-391.00;-244.00", "size": "0;24", "children": [{"name": null, "role": "AXStaticText", "description": "Classic Light", "role_description": "text", "value": "Classic Light", "position": "-391.00;-244.00", "size": "93;21", "children": []}]}]}, {"name": null, "role": "AXRow", "description": "Darcula", "role_description": "row", "value": 0, "position": "-391.00;-244.00", "size": "0;24", "children": [{"name": null, "role": "AXStaticText", "description": "Darcula", "role_description": "text", "value": 0, "position": "-391.00;-244.00", "size": "0;24", "children": [{"name": null, "role": "AXStaticText", "description": "Darcula", "role_description": "text", "value": "Darcula", "position": "-391.00;-244.00", "size": "93;21", "children": []}]}]}, {"name": null, "role": "AXRow", "description": "Darcula Contrast", "role_description": "row", "value": 0, "position": "-391.00;-244.00", "size": "0;24", "children": [{"name": null, "role": "AXStaticText", "description": "Darcula Contrast", "role_description": "text", "value": 0, "position": "-391.00;-244.00", "size": "0;24", "children": [{"name": null, "role": "AXStaticText", "description": "Darcula Contrast", "role_description": "text", "value": "Darcula Contrast", "position": "-391.00;-244.00", "size": "93;21", "children": []}]}]}, {"name": null, "role": "AXRow", "description": "Github", "role_description": "row", "value": 0, "position": "-391.00;-244.00", "size": "0;24", "children": [{"name": null, "role": "AXStaticText", "description": "Github", "role_description": "text", "value": 0, "position": "-391.00;-244.00", "size": "0;24", "children": [{"name": null, "role": "AXStaticText", "description": "Github", "role_description": "text", "value": "Github", "position": "-391.00;-244.00", "size": "93;21", "children": []}]}]}, {"name": null, "role": "AXRow", "description": "IntelliJ Light", "role_description": "row", "value": 0, "position": "-391.00;-244.00", "size": "0;24", "children": [{"name": null, "role": "AXStaticText", "description": "IntelliJ Light", "role_description": "text", "value": 0, "position": "-391.00;-244.00", "size": "0;24", "children": [{"name": null, "role": "AXStaticText", "description": "IntelliJ Light", "role_description": "text", "value": "IntelliJ Light", "position": "-391.00;-244.00", "size": "93;21", "children": []}]}]}, {"name": null, "role": "AXRow", "description": "Monokai", "role_description": "row", "value": 0, "position": "-391.00;-244.00", "size": "0;24", "children": [{"name": null, "role": "AXStaticText", "description": "Monokai", "role_description": "text", "value": 0, "position": "-391.00;-244.00", "size": "0;24", "children": [{"name": null, "role": "AXStaticText", "description": "Monokai", "role_description": "text", "value": "Monokai", "position": "-391.00;-244.00", "size": "93;21", "children": []}]}]}, {"name": null, "role": "AXRow", "description": "Twilight", "role_description": "row", "value": 0, "position": "-391.00;-244.00", "size": "0;24", "children": [{"name": null, "role": "AXStaticText", "description": "Twilight", "role_description": "text", "value": 0, "position": "-391.00;-244.00", "size": "0;24", "children": [{"name": null, "role": "AXStaticText", "description": "Twilight", "role_description": "text", "value": "Twilight", "position": "-391.00;-244.00", "size": "93;21", "children": []}]}]}, {"name": null, "role": "AXRow", "description": "WarmNeon", "role_description": "row", "value": 0, "position": "-391.00;-244.00", "size": "0;24", "children": [{"name": null, "role": "AXStaticText", "description": "WarmNeon", "role_description": "text", "value": 0, "position": "-391.00;-244.00", "size": "0;24", "children": [{"name": null, "role": "AXStaticText", "description": "WarmNeon", "role_description": "text", "value": "WarmNeon", "position": "-391.00;-244.00", "size": "93;21", "children": []}]}]}]}, {"name": null, "role": "AXScrollBar", "description": null, "role_description": "scroll bar", "value": 0, "position": "-391.00;-244.00", "size": "0;0", "children": []}]}]}]}, {"name": null, "role": "AXStaticText", "description": "On Save", "role_description": "text", "value": "On Save", "position": "-391.00;-244.00", "size": "52;17", "children": []}, {"name": null, "role": "AXCheckBox", "description": "Remove trailing spaces on:", "role_description": "checkbox", "value": 1, "position": "-391.00;-244.00", "size": "193;25", "children": []}, {"name": null, "role": "AXPopUpButton", "description": null, "role_description": "pop up button", "value": "Modified lines", "position": "-391.00;-244.00", "size": "142;34", "children": [{"name": null, "role": "AXPopUpButton", "description": null, "role_description": "pop up button", "value": null, "position": "-391.00;-244.00", "size": "0;0", "children": [{"name": null, "role": "AXMenuItem", "description": null, "role_description": "menu item", "value": null, "position": "-391.00;-244.00", "size": "0;0", "children": [{"name": null, "role": "AXList", "description": "list", "role_description": "list", "value": 0, "position": "-391.00;-244.00", "size": "0;0", "children": [{"name": null, "role": "AXRow", "description": "Modified lines", "role_description": "row", "value": 0, "position": "-391.00;-244.00", "size": "0;24", "children": [{"name": null, "role": "AXStaticText", "description": "Modified lines", "role_description": "text", "value": 0, "position": "-391.00;-244.00", "size": "0;24", "children": [{"name": null, "role": "AXStaticText", "description": "Modified lines", "role_description": "text", "value": "Modified lines", "position": "-391.00;-244.00", "size": "88;21", "children": []}]}]}, {"name": null, "role": "AXRow", "description": "All lines", "role_description": "row", "value": 0, "position": "-391.00;-244.00", "size": "0;24", "children": [{"name": null, "role": "AXStaticText", "description": "All lines", "role_description": "text", "value": 0, "position": "-391.00;-244.00", "size": "0;24", "children": [{"name": null, "role": "AXStaticText", "description": "All lines", "role_description": "text", "value": "All lines", "position": "-391.00;-244.00", "size": "88;21", "children": []}]}]}]}, {"name": null, "role": "AXScrollBar", "description": null, "role_description": "scroll bar", "value": 0, "position": "-391.00;-244.00", "size": "0;0", "children": []}]}]}]}, {"name": null, "role": "AXCheckBox", "description": "Keep trailing spaces on caret line", "role_description": "checkbox", "value": 1, "position": "-391.00;-244.00", "size": "232;25", "children": []}, {"name": null, "role": "AXCheckBox", "description": "Remove trailing blank lines at the end of saved files", "role_description": "checkbox", "value": 0, "position": "-391.00;-244.00", "size": "344;25", "children": []}, {"name": null, "role": "AXCheckBox", "description": "Ensure every saved file ends with a line break", "role_description": "checkbox", "value": 0, "position": "-391.00;-244.00", "size": "309;25", "children": []}]}, {"name": null, "role": "AXScrollArea", "description": null, "role_description": "scroll area", "value": 0, "position": "-391.00;-244.00", "size": "737;600", "children": [{"name": null, "role": "AXStaticText", "description": "Personalize source code appearance by changing fonts, highlighting styles, indents, etc. Customize the Editor from line numbers, caret placement and tabs to source code inspections, setting up templates and file encodings.", "role_description": "text", "value": "Personalize source code appearance by changing fonts, highlighting styles, indents, etc. Customize the Editor from line numbers, caret placement and tabs to source code inspections, setting up templates and file encodings.", "position": "-391.00;-244.00", "size": "705;34", "children": []}, {"name": null, "role": "AXLink", "description": "General", "role_description": "link", "value": null, "position": "-391.00;-244.00", "size": "50;17", "children": []}, {"name": null, "role": "AXLink", "description": "Code Editing", "role_description": "link", "value": null, "position": "-391.00;-244.00", "size": "81;17", "children": []}, {"name": null, "role": "AXLink", "description": "Font", "role_description": "link", "value": null, "position": "-391.00;-244.00", "size": "30;17", "children": []}, {"name": null, "role": "AXLink", "description": "Color Scheme", "role_description": "link", "value": null, "position": "-391.00;-244.00", "size": "88;17", "children": []}, {"name": null, "role": "AXLink", "description": "Code Style", "role_description": "link", "value": null, "position": "-391.00;-244.00", "size": "69;17", "children": []}, {"name": null, "role": "AXLink", "description": "Inspections", "role_description": "link", "value": null, "position": "-391.00;-244.00", "size": "73;17", "children": []}, {"name": null, "role": "AXLink", "description": "File and Code Templates", "role_description": "link", "value": null, "position": "-391.00;-244.00", "size": "155;17", "children": []}, {"name": null, "role": "AXLink", "description": "File Encodings", "role_description": "link", "value": null, "position": "-391.00;-244.00", "size": "91;17", "children": []}, {"name": null, "role": "AXLink", "description": "Live Templates", "role_description": "link", "value": null, "position": "-391.00;-244.00", "size": "96;17", "children": []}, {"name": null, "role": "AXLink", "description": "File Types", "role_description": "link", "value": null, "position": "-391.00;-244.00", "size": "65;17", "children": []}, {"name": null, "role": "AXLink", "description": "Copyright", "role_description": "link", "value": null, "position": "-391.00;-244.00", "size": "63;17", "children": []}, {"name": null, "role": "AXLink", "description": "Inlay Hints", "role_description": "link", "value": null, "position": "-391.00;-244.00", "size": "66;17", "children": []}, {"name": null, "role": "AXLink", "description": "Emmet", "role_description": "link", "value": null, "position": "-391.00;-244.00", "size": "45;17", "children": []}, {"name": null, "role": "AXLink", "description": "Intentions", "role_description": "link", "value": null, "position": "-391.00;-244.00", "size": "63;17", "children": []}, {"name": null, "role": "AXLink", "description": "Language Injections", "role_description": "link", "value": null, "position": "-391.00;-244.00", "size": "125;17", "children": []}, {"name": null, "role": "AXLink", "description": "Natural Languages", "role_description": "link", "value": null, "position": "-391.00;-244.00", "size": "118;17", "children": []}, {"name": null, "role": "AXLink", "description": "Reader Mode", "role_description": "link", "value": null, "position": "-391.00;-244.00", "size": "84;17", "children": []}, {"name": null, "role": "AXLink", "description": "TextMate Bundles", "role_description": "link", "value": null, "position": "-391.00;-244.00", "size": "114;17", "children": []}, {"name": null, "role": "AXLink", "description": "TODO", "role_description": "link", "value": null, "position": "-391.00;-244.00", "size": "39;17", "children": []}, {"name": null, "role": "AXScrollBar", "description": null, "role_description": "scroll bar", "value": 0, "position": "-391.00;-244.00", "size": "0;0", "children": []}, {"name": null, "role": "AXScrollBar", "description": null, "role_description": "scroll bar", "value": 0, "position": "-391.00;-244.00", "size": "0;0", "children": []}]}, {"name": null, "role": "AXScrollArea", "description": null, "role_description": "scroll area", "value": 0, "position": "-391.00;-244.00", "size": "737;600", "children": [{"name": null, "role": "AXScrollBar", "description": null, "role_description": "scroll bar", "value": 0, "position": "-391.00;-244.00", "size": "14;600", "children": []}, {"name": null, "role": "AXScrollBar", "description": null, "role_description": "scroll bar", "value": 0, "position": "-391.00;-244.00", "size": "0;0", "children": []}, {"name": null, "role": "AXStaticText", "description": "Highlight on Caret Movement", "role_description": "text", "value": "Highlight on Caret Movement", "position": "-391.00;-244.00", "size": "180;17", "children": []}, {"name": null, "role": "AXCheckBox", "description": "Matched brace", "role_description": "checkbox", "value": 1, "position": "-391.00;-244.00", "size": "121;25", "children": []}, {"name": null, "role": "AXCheckBox", "description": "Current scope", "role_description": "checkbox", "value": 0, "position": "-391.00;-244.00", "size": "116;25", "children": []}, {"name": null, "role": "AXCheckBox", "description": "Usages of element at caret", "role_description": "checkbox", "value": 1, "position": "-391.00;-244.00", "size": "194;25", "children": []}, {"name": null, "role": "AXStaticText", "description": "Quick Documentation", "role_description": "text", "value": "Quick Documentation", "position": "-391.00;-244.00", "size": "132;17", "children": []}, {"name": null, "role": "AXCheckBox", "description": "Show quick documentation on hover", "role_description": "checkbox", "value": 1, "position": "-391.00;-244.00", "size": "253;25", "children": []}, {"name": null, "role": "AXTextField", "description": "text/html", "role_description": "text field", "value": "\nQuick documentation on mouse hover is not available with screen reader support. To turn it off, go to the Appearance settings.", "position": "-391.00;-244.00", "size": "0;0", "children": [{"name": null, "role": "AXTextField", "description": "text/html", "role_description": "text field", "value": null, "position": "-391.00;-244.00", "size": "0;0", "children": []}, {"name": null, "role": "AXTextField", "description": "text/html", "role_description": "text field", "value": null, "position": "-391.00;-244.00", "size": "0;0", "children": []}, {"name": null, "role": "AXTextField", "description": "text/html", "role_description": "text field", "value": null, "position": "-391.00;-244.00", "size": "0;0", "children": []}, {"name": null, "role": "AXTextField", "description": "text/html", "role_description": "text field", "value": null, "position": "-391.00;-244.00", "size": "0;0", "children": []}, {"name": null, "role": "AXTextField", "description": "text/html", "role_description": "text field", "value": null, "position": "-391.00;-244.00", "size": "0;0", "children": []}]}, {"name": null, "role": "AXStaticText", "description": "Refactorings", "role_description": "text", "value": "Refactorings", "position": "-391.00;-244.00", "size": "78;17", "children": []}, {"name": null, "role": "AXStaticText", "description": "Specify refactoring options:", "role_description": "text", "value": "Specify refactoring options:", "position": "-391.00;-244.00", "size": "170;17", "children": []}, {"name": null, "role": "AXRadioButton", "description": "In the editor", "role_description": "radio button", "value": 1, "position": "-391.00;-244.00", "size": "102;25", "children": []}, {"name": null, "role": "AXRadioButton", "description": "In modal dialogs", "role_description": "radio button", "value": 0, "position": "-391.00;-244.00", "size": "128;25", "children": []}, {"name": null, "role": "AXCheckBox", "description": "Preselect current symbol name for Rename refactoring", "role_description": "checkbox", "value": 1, "position": "-391.00;-244.00", "size": "365;25", "children": []}, {"name": null, "role": "AXCheckBox", "description": "Show inline dialog for local variables", "role_description": "checkbox", "value": 1, "position": "-391.00;-244.00", "size": "251;25", "children": []}, {"name": null, "role": "AXStaticText", "description": "Error Highlighting", "role_description": "text", "value": "Error Highlighting", "position": "-391.00;-244.00", "size": "107;17", "children": []}, {"name": null, "role": "AXStaticText", "description": "Error stripe mark min height:", "role_description": "text", "value": "Error stripe mark min height:", "position": "-391.00;-244.00", "size": "174;17", "children": []}, {"name": null, "role": "AXTextField", "description": "Error stripe mark min height:", "role_description": "text field", "value": "2", "position": "-391.00;-244.00", "size": "50;34", "children": []}, {"name": null, "role": "AXStaticText", "description": "pixels", "role_description": "text", "value": "pixels", "position": "-391.00;-244.00", "size": "35;17", "children": []}, {"name": null, "role": "AXStaticText", "description": "Autoreparse delay:", "role_description": "text", "value": "Autoreparse delay:", "position": "-391.00;-244.00", "size": "116;17", "children": []}, {"name": null, "role": "AXTextField", "description": "Autoreparse delay:", "role_description": "text field", "value": "300", "position": "-391.00;-244.00", "size": "50;34", "children": []}, {"name": null, "role": "AXStaticText", "description": "milliseconds", "role_description": "text", "value": "milliseconds", "position": "-391.00;-244.00", "size": "75;17", "children": []}, {"name": null, "role": "AXStaticText", "description": "The 'Next Error' action goes through:", "role_description": "text", "value": "The 'Next Error' action goes through:", "position": "-391.00;-244.00", "size": "226;17", "children": []}, {"name": null, "role": "AXPopUpButton", "description": "The 'Next Error' action goes through:", "role_description": "pop up button", "value": "The problems with the highest priority", "position": "-391.00;-244.00", "size": "299;34", "children": [{"name": null, "role": "AXPopUpButton", "description": null, "role_description": "pop up button", "value": null, "position": "-391.00;-244.00", "size": "0;0", "children": [{"name": null, "role": "AXMenuItem", "description": null, "role_description": "menu item", "value": null, "position": "-391.00;-244.00", "size": "0;0", "children": [{"name": null, "role": "AXList", "description": "list", "role_description": "list", "value": 0, "position": "-391.00;-244.00", "size": "0;0", "children": [{"name": null, "role": "AXRow", "description": "The problems with the highest priority", "role_description": "row", "value": 0, "position": "-391.00;-244.00", "size": "0;24", "children": [{"name": null, "role": "AXStaticText", "description": "The problems with the highest priority", "role_description": "text", "value": 0, "position": "-391.00;-244.00", "size": "0;24", "children": []}]}, {"name": null, "role": "AXRow", "description": "All problems", "role_description": "row", "value": 0, "position": "-391.00;-244.00", "size": "0;24", "children": [{"name": null, "role": "AXStaticText", "description": "All problems", "role_description": "text", "value": 0, "position": "-391.00;-244.00", "size": "0;24", "children": []}]}]}, {"name": null, "role": "AXScrollBar", "description": null, "role_description": "scroll bar", "value": 0, "position": "-391.00;-244.00", "size": "0;0", "children": []}]}]}]}, {"name": null, "role": "AXStaticText", "description": "Editor Tooltips", "role_description": "text", "value": "Editor Tooltips", "position": "-391.00;-244.00", "size": "89;17", "children": []}, {"name": null, "role": "AXStaticText", "description": "Tooltip delay:", "role_description": "text", "value": "Tooltip delay:", "position": "-391.00;-244.00", "size": "83;17", "children": []}, {"name": null, "role": "AXTextField", "description": "Tooltip delay:", "role_description": "text field", "value": "500", "position": "-391.00;-244.00", "size": "50;34", "children": []}, {"name": null, "role": "AXStaticText", "description": "milliseconds", "role_description": "text", "value": "milliseconds", "position": "-391.00;-244.00", "size": "75;17", "children": []}]}, {"name": null, "role": "AXImage", "description": null, "role_description": "image", "value": null, "position": "-391.00;-244.00", "size": "16;16", "children": []}, {"name": null, "role": "AXStaticText", "description": "", "role_description": "text", "value": "", "position": "-391.00;-244.00", "size": "0;0", "children": []}, {"name": null, "role": "AXStaticText", "description": "— defined in the color scheme", "role_description": "text", "value": "— defined in the color scheme", "position": "-391.00;-244.00", "size": "187;17", "children": []}, {"name": null, "role": "AXImage", "description": null, "role_description": "image", "value": null, "position": "-391.00;-244.00", "size": "6;17", "children": []}, {"name": null, "role": "AXStaticText", "description": "Font:", "role_description": "text", "value": "Font:", "position": "-391.00;-244.00", "size": "31;17", "children": []}, {"name": null, "role": "AXPopUpButton", "description": "Font:", "role_description": "pop up button", "value": "Droid Sans Mono", "position": "-391.00;-244.00", "size": "302;34", "children": [{"name": null, "role": "AXPopUpButton", "description": null, "role_description": "pop up button", "value": null, "position": "-391.00;-244.00", "size": "0;0", "children": []}]}, {"name": null, "role": "AXStaticText", "description": "Size:", "role_description": "text", "value": "Size:", "position": "-391.00;-244.00", "size": "30;17", "children": []}, {"name": null, "role": "AXTextField", "description": "Size:", "role_description": "text field", "value": "13.0", "position": "-391.00;-244.00", "size": "50;34", "children": []}, {"name": null, "role": "AXStaticText", "description": "Line height:", "role_description": "text", "value": "Line height:", "position": "-391.00;-244.00", "size": "71;17", "children": []}, {"name": null, "role": "AXTextField", "description": "Line height:", "role_description": "text field", "value": "1.2", "position": "-391.00;-244.00", "size": "50;34", "children": []}, {"name": null, "role": "AXCheckBox", "description": "Enable ligatures", "role_description": "checkbox", "value": 0, "position": "-391.00;-244.00", "size": "126;25", "children": []}, {"name": null, "role": "AXImage", "description": "<html>Use several characters as a single<br>ligature. Ligatures enhance code<br>readability. Use the section below<br>to preview the changes", "role_description": "image", "value": null, "position": "-391.00;-244.00", "size": "16;16", "children": []}, {"name": null, "role": "AXTextField", "description": "text/html", "role_description": "text field", "value": "\nSee line height and ligatures also in Reader mode", "position": "-391.00;-244.00", "size": "280;15", "children": [{"name": null, "role": "AXTextField", "description": "text/html", "role_description": "text field", "value": null, "position": "-391.00;-244.00", "size": "0;0", "children": []}, {"name": null, "role": "AXTextField", "description": "text/html", "role_description": "text field", "value": null, "position": "-391.00;-244.00", "size": "204;15", "children": []}, {"name": null, "role": "AXTextField", "description": "text/html", "role_description": "text field", "value": null, "position": "-391.00;-244.00", "size": "76;15", "children": []}, {"name": null, "role": "AXTextField", "description": "text/html", "role_description": "text field", "value": null, "position": "-391.00;-244.00", "size": "0;15", "children": []}]}, {"name": null, "role": "AXLink", "description": "Restore defaults", "role_description": "link", "value": null, "position": "-391.00;-244.00", "size": "0;0", "children": []}, {"name": null, "role": "AXStaticText", "description": "Typography Settings", "role_description": "text", "value": "Typography Settings", "position": "-391.00;-244.00", "size": "158;29", "children": []}, {"name": null, "role": "AXStaticText", "description": "Main weight:", "role_description": "text", "value": "Main weight:", "position": "-391.00;-244.00", "size": "0;0", "children": []}, {"name": null, "role": "AXPopUpButton", "description": "Main weight:", "role_description": "pop up button", "value": "Regular", "position": "-391.00;-244.00", "size": "0;0", "children": [{"name": null, "role": "AXPopUpButton", "description": null, "role_description": "pop up button", "value": null, "position": "-391.00;-244.00", "size": "0;0", "children": [{"name": null, "role": "AXMenuItem", "description": null, "role_description": "menu item", "value": null, "position": "-391.00;-244.00", "size": "0;0", "children": [{"name": null, "role": "AXList", "description": "list", "role_description": "list", "value": 0, "position": "-391.00;-244.00", "size": "0;0", "children": [{"name": null, "role": "AXRow", "description": "Thin", "role_description": "row", "value": 0, "position": "-391.00;-244.00", "size": "0;24", "children": [{"name": null, "role": "AXStaticText", "description": "Thin", "role_description": "text", "value": 0, "position": "-391.00;-244.00", "size": "0;24", "children": []}]}, {"name": null, "role": "AXRow", "description": "ExtraLight", "role_description": "row", "value": 0, "position": "-391.00;-244.00", "size": "0;24", "children": [{"name": null, "role": "AXStaticText", "description": "ExtraLight", "role_description": "text", "value": 0, "position": "-391.00;-244.00", "size": "0;24", "children": []}]}, {"name": null, "role": "AXRow", "description": "Light", "role_description": "row", "value": 0, "position": "-391.00;-244.00", "size": "0;24", "children": [{"name": null, "role": "AXStaticText", "description": "Light", "role_description": "text", "value": 0, "position": "-391.00;-244.00", "size": "0;24", "children": []}]}, {"name": null, "role": "AXRow", "description": "Regular", "role_description": "row", "value": 0, "position": "-391.00;-244.00", "size": "0;24", "children": [{"name": null, "role": "AXStaticText", "description": "Regular", "role_description": "text", "value": 0, "position": "-391.00;-244.00", "size": "0;24", "children": []}]}, {"name": null, "role": "AXRow", "description": "Medium", "role_description": "row", "value": 0, "position": "-391.00;-244.00", "size": "0;24", "children": [{"name": null, "role": "AXStaticText", "description": "Medium", "role_description": "text", "value": 0, "position": "-391.00;-244.00", "size": "0;24", "children": []}]}, {"name": null, "role": "AXRow", "description": "SemiBold", "role_description": "row", "value": 0, "position": "-391.00;-244.00", "size": "0;24", "children": [{"name": null, "role": "AXStaticText", "description": "SemiBold", "role_description": "text", "value": 0, "position": "-391.00;-244.00", "size": "0;24", "children": []}]}, {"name": null, "role": "AXRow", "description": "Bold", "role_description": "row", "value": 0, "position": "-391.00;-244.00", "size": "0;24", "children": [{"name": null, "role": "AXStaticText", "description": "Bold", "role_description": "text", "value": 0, "position": "-391.00;-244.00", "size": "0;24", "children": []}]}, {"name": null, "role": "AXRow", "description": "ExtraBold", "role_description": "row", "value": 0, "position": "-391.00;-244.00", "size": "0;24", "children": [{"name": null, "role": "AXStaticText", "description": "ExtraBold", "role_description": "text", "value": 0, "position": "-391.00;-244.00", "size": "0;24", "children": []}]}]}, {"name": null, "role": "AXScrollBar", "description": null, "role_description": "scroll bar", "value": 72, "position": "-391.00;-244.00", "size": "0;0", "children": []}]}]}]}, {"name": null, "role": "AXStaticText", "description": "Bold weight:", "role_description": "text", "value": "Bold weight:", "position": "-391.00;-244.00", "size": "0;0", "children": []}, {"name": null, "role": "AXPopUpButton", "description": "Bold weight:", "role_description": "pop up button", "value": "Bold  Recommended", "position": "-391.00;-244.00", "size": "0;0", "children": [{"name": null, "role": "AXPopUpButton", "description": null, "role_description": "pop up button", "value": null, "position": "-391.00;-244.00", "size": "0;0", "children": [{"name": null, "role": "AXMenuItem", "description": null, "role_description": "menu item", "value": null, "position": "-391.00;-244.00", "size": "0;0", "children": [{"name": null, "role": "AXList", "description": "list", "role_description": "list", "value": 0, "position": "-391.00;-244.00", "size": "0;0", "children": [{"name": null, "role": "AXRow", "description": "Thin", "role_description": "row", "value": 0, "position": "-391.00;-244.00", "size": "0;24", "children": [{"name": null, "role": "AXStaticText", "description": "Thin", "role_description": "text", "value": 0, "position": "-391.00;-244.00", "size": "0;24", "children": []}]}, {"name": null, "role": "AXRow", "description": "ExtraLight", "role_description": "row", "value": 0, "position": "-391.00;-244.00", "size": "0;24", "children": [{"name": null, "role": "AXStaticText", "description": "ExtraLight", "role_description": "text", "value": 0, "position": "-391.00;-244.00", "size": "0;24", "children": []}]}, {"name": null, "role": "AXRow", "description": "Light", "role_description": "row", "value": 0, "position": "-391.00;-244.00", "size": "0;24", "children": [{"name": null, "role": "AXStaticText", "description": "Light", "role_description": "text", "value": 0, "position": "-391.00;-244.00", "size": "0;24", "children": []}]}, {"name": null, "role": "AXRow", "description": "Regular", "role_description": "row", "value": 0, "position": "-391.00;-244.00", "size": "0;24", "children": [{"name": null, "role": "AXStaticText", "description": "Regular", "role_description": "text", "value": 0, "position": "-391.00;-244.00", "size": "0;24", "children": []}]}, {"name": null, "role": "AXRow", "description": "Medium", "role_description": "row", "value": 0, "position": "-391.00;-244.00", "size": "0;24", "children": [{"name": null, "role": "AXStaticText", "description": "Medium", "role_description": "text", "value": 0, "position": "-391.00;-244.00", "size": "0;24", "children": []}]}, {"name": null, "role": "AXRow", "description": "SemiBold", "role_description": "row", "value": 0, "position": "-391.00;-244.00", "size": "0;24", "children": [{"name": null, "role": "AXStaticText", "description": "SemiBold", "role_description": "text", "value": 0, "position": "-391.00;-244.00", "size": "0;24", "children": []}]}, {"name": null, "role": "AXRow", "description": "Bold  Recommended", "role_description": "row", "value": 0, "position": "-391.00;-244.00", "size": "0;24", "children": [{"name": null, "role": "AXStaticText", "description": "Bold  Recommended", "role_description": "text", "value": 0, "position": "-391.00;-244.00", "size": "0;24", "children": []}]}, {"name": null, "role": "AXRow", "description": "ExtraBold", "role_description": "row", "value": 0, "position": "-391.00;-244.00", "size": "0;24", "children": [{"name": null, "role": "AXStaticText", "description": "ExtraBold", "role_description": "text", "value": 0, "position": "-391.00;-244.00", "size": "0;24", "children": []}]}]}, {"name": null, "role": "AXScrollBar", "description": null, "role_description": "scroll bar", "value": 144, "position": "-391.00;-244.00", "size": "0;0", "children": []}]}]}]}, {"name": null, "role": "AXTextField", "description": "text/html", "role_description": "text field", "value": "\nUsed for the bold settings in color scheme", "position": "-391.00;-244.00", "size": "0;0", "children": [{"name": null, "role": "AXTextField", "description": "text/html", "role_description": "text field", "value": null, "position": "-391.00;-244.00", "size": "0;0", "children": []}, {"name": null, "role": "AXTextField", "description": "text/html", "role_description": "text field", "value": null, "position": "-391.00;-244.00", "size": "0;0", "children": []}, {"name": null, "role": "AXTextField", "description": "text/html", "role_description": "text field", "value": null, "position": "-391.00;-244.00", "size": "0;0", "children": []}, {"name": null, "role": "AXTextField", "description": "text/html", "role_description": "text field", "value": null, "position": "-391.00;-244.00", "size": "0;0", "children": []}]}, {"name": null, "role": "AXStaticText", "description": "Fallback font:", "role_description": "text", "value": "Fallback font:", "position": "-391.00;-244.00", "size": "0;0", "children": []}, {"name": null, "role": "AXPopUpButton", "description": "Fallback font:", "role_description": "pop up button", "value": "<None>", "position": "-391.00;-244.00", "size": "0;0", "children": [{"name": null, "role": "AXPopUpButton", "description": null, "role_description": "pop up button", "value": null, "position": "-391.00;-244.00", "size": "0;0", "children": []}]}, {"name": null, "role": "AXTextField", "description": "text/html", "role_description": "text field", "value": "\nUsed for symbols not supported by the main font", "position": "-391.00;-244.00", "size": "0;0", "children": [{"name": null, "role": "AXTextField", "description": "text/html", "role_description": "text field", "value": null, "position": "-391.00;-244.00", "size": "0;0", "children": []}, {"name": null, "role": "AXTextField", "description": "text/html", "role_description": "text field", "value": null, "position": "-391.00;-244.00", "size": "0;0", "children": []}, {"name": null, "role": "AXTextField", "description": "text/html", "role_description": "text field", "value": null, "position": "-391.00;-244.00", "size": "0;0", "children": []}, {"name": null, "role": "AXTextField", "description": "text/html", "role_description": "text field", "value": null, "position": "-391.00;-244.00", "size": "0;0", "children": []}]}, {"name": null, "role": "AXGroup", "description": "", "role_description": "group", "value": 0, "position": "-391.00;-244.00", "size": "40;34", "children": []}, {"name": null, "role": "AXScrollArea", "description": null, "role_description": "scroll area", "value": 0, "position": "-391.00;-244.00", "size": "380;565", "children": [{"name": null, "role": "AXScrollBar", "description": null, "role_description": "scroll bar", "value": 0, "position": "-391.00;-244.00", "size": "18;565", "children": [{"name": null, "role": "AXButton", "description": "", "role_description": "button", "value": null, "position": "-391.00;-244.00", "size": "18;0", "children": []}, {"name": null, "role": "AXButton", "description": "", "role_description": "button", "value": null, "position": "-391.00;-244.00", "size": "18;0", "children": []}]}, {"name": null, "role": "AXScrollBar", "description": null, "role_description": "scroll bar", "value": 0, "position": "-391.00;-244.00", "size": "0;0", "children": []}, {"name": null, "role": "AXGroup", "description": "", "role_description": "group", "value": 0, "position": "-391.00;-244.00", "size": "0;0", "children": []}, {"name": null, "role": "AXStaticText", "description": "", "role_description": "text", "value": "", "position": "-391.00;-244.00", "size": "0;0", "children": []}, {"name": null, "role": "AXGroup", "description": null, "role_description": "group", "value": 0, "position": "-391.00;-244.00", "size": "11;565", "children": []}, {"name": null, "role": "AXTextArea", "description": "Editor", "role_description": "text entry area", "value": "PyCharm is an Integrated \nDevelopment Environment (IDE) designed\nto maximize productivity. It provides\nclever code completion, static code\nanalysis, and refactorings, and lets\nyou focus on the bright side of\nsoftware development making\nit an enjoyable experience.\n\nDefault:\nabcdefghijklmnopqrstuvwxyz\nABCDEFGHIJKLMNOPQRSTUVWXYZ\n0123456789 (){}[]\n+ - * / = .,;:!? #&$%@|^\n\nBold:\nabcdefghijklmnopqrstuvwxyz\nABCDEFGHIJKLMNOPQRSTUVWXYZ\n0123456789 (){}[]\n+ - * / = .,;:!? #&$%@|^\n\n<!-- -- != := === >= >- >=> |-> -> <$>\n</> #[ |||> |= ~@\n\n", "position": "-391.00;-244.00", "size": "369;565", "children": []}]}, {"name": null, "role": "AXStaticText", "description": "Enter any text to preview", "role_description": "text", "value": "Enter any text to preview", "position": "-391.00;-244.00", "size": "380;34", "children": []}, {"name": null, "role": "AXStaticText", "description": "Scheme:", "role_description": "text", "value": "Scheme:", "position": "-391.00;-244.00", "size": "53;17", "children": []}, {"name": null, "role": "AXPopUpButton", "description": null, "role_description": "pop up button", "value": "Dark Theme default", "position": "-391.00;-244.00", "size": "200;34", "children": [{"name": null, "role": "AXPopUpButton", "description": null, "role_description": "pop up button", "value": null, "position": "-391.00;-244.00", "size": "0;0", "children": []}]}, {"name": null, "role": "AXTextField", "description": null, "role_description": "text field", "value": "", "position": "-391.00;-244.00", "size": "200;34", "children": []}, {"name": null, "role": "AXGroup", "description": "Action Toolbar", "role_description": "group", "value": 0, "position": "-391.00;-244.00", "size": "26;34", "children": [{"name": null, "role": "AXButton", "description": "Show Scheme Actions", "role_description": "button", "value": null, "position": "-391.00;-244.00", "size": "26;24", "children": []}]}, {"name": null, "role": "AXLink", "description": "Change IDE Theme…", "role_description": "link", "value": null, "position": "-391.00;-244.00", "size": "131;17", "children": []}, {"name": null, "role": "AXImage", "description": null, "role_description": "image", "value": null, "position": "-391.00;-244.00", "size": "16;16", "children": []}, {"name": null, "role": "AXStaticText", "description": "", "role_description": "text", "value": "", "position": "-391.00;-244.00", "size": "0;0", "children": []}, {"name": null, "role": "AXScrollArea", "description": null, "role_description": "scroll area", "value": 0, "position": "-391.00;-244.00", "size": "705;552", "children": [{"name": null, "role": "AXStaticText", "description": "Configure colors and the font for source code and console output:", "role_description": "text", "value": "Configure colors and the font for source code and console output:", "position": "-391.00;-244.00", "size": "407;17", "children": []}, {"name": null, "role": "AXLink", "description": "General", "role_description": "link", "value": null, "position": "-391.00;-244.00", "size": "50;17", "children": []}, {"name": null, "role": "AXLink", "description": "Language Defaults", "role_description": "link", "value": null, "position": "-391.00;-244.00", "size": "117;17", "children": []}, {"name": null, "role": "AXLink", "description": "Color Scheme Font", "role_description": "link", "value": null, "position": "-391.00;-244.00", "size": "120;17", "children": []}, {"name": null, "role": "AXLink", "description": "Console Font", "role_description": "link", "value": null, "position": "-391.00;-244.00", "size": "83;17", "children": []}, {"name": null, "role": "AXLink", "description": "Code With Me", "role_description": "link", "value": null, "position": "-391.00;-244.00", "size": "89;17", "children": []}, {"name": null, "role": "AXLink", "description": "Console Colors", "role_description": "link", "value": null, "position": "-391.00;-244.00", "size": "95;17", "children": []}, {"name": null, "role": "AXLink", "description": "Debugger", "role_description": "link", "value": null, "position": "-391.00;-244.00", "size": "63;17", "children": []}, {"name": null, "role": "AXLink", "description": "Diff & Merge", "role_description": "link", "value": null, "position": "-391.00;-244.00", "size": "79;17", "children": []}, {"name": null, "role": "AXLink", "description": "User-Defined File Types", "role_description": "link", "value": null, "position": "-391.00;-244.00", "size": "151;17", "children": []}, {"name": null, "role": "AXLink", "description": "VCS", "role_description": "link", "value": null, "position": "-391.00;-244.00", "size": "29;17", "children": []}, {"name": null, "role": "AXLink", "description": "Python", "role_description": "link", "value": null, "position": "-391.00;-244.00", "size": "45;17", "children": []}, {"name": null, "role": "AXLink", "description": "EditorConfig", "role_description": "link", "value": null, "position": "-391.00;-244.00", "size": "79;17", "children": []}, {"name": null, "role": "AXLink", "description": "HTML", "role_description": "link", "value": null, "position": "-391.00;-244.00", "size": "39;17", "children": []}, {"name": null, "role": "AXLink", "description": "JSON", "role_description": "link", "value": null, "position": "-391.00;-244.00", "size": "37;17", "children": []}, {"name": null, "role": "AXLink", "description": "Markdown", "role_description": "link", "value": null, "position": "-391.00;-244.00", "size": "67;17", "children": []}, {"name": null, "role": "AXLink", "description": "Properties", "role_description": "link", "value": null, "position": "-391.00;-244.00", "size": "65;17", "children": []}, {"name": null, "role": "AXLink", "description": "RegExp", "role_description": "link", "value": null, "position": "-391.00;-244.00", "size": "49;17", "children": []}, {"name": null, "role": "AXLink", "description": "reStructuredText", "role_description": "link", "value": null, "position": "-391.00;-244.00", "size": "107;17", "children": []}, {"name": null, "role": "AXLink", "description": "Shell Script", "role_description": "link", "value": null, "position": "-391.00;-244.00", "size": "71;17", "children": []}, {"name": null, "role": "AXLink", "description": "TOML", "role_description": "link", "value": null, "position": "-391.00;-244.00", "size": "39;17", "children": []}, {"name": null, "role": "AXLink", "description": "XML", "role_description": "link", "value": null, "position": "-391.00;-244.00", "size": "29;17", "children": []}, {"name": null, "role": "AXLink", "description": "YAML", "role_description": "link", "value": null, "position": "-391.00;-244.00", "size": "38;17", "children": []}, {"name": null, "role": "AXLink", "description": "By Scope", "role_description": "link", "value": null, "position": "-391.00;-244.00", "size": "60;17", "children": []}, {"name": null, "role": "AXLink", "description": "Images", "role_description": "link", "value": null, "position": "-391.00;-244.00", "size": "46;17", "children": []}, {"name": null, "role": "AXScrollBar", "description": null, "role_description": "scroll bar", "value": 0, "position": "-391.00;-244.00", "size": "0;0", "children": []}, {"name": null, "role": "AXScrollBar", "description": null, "role_description": "scroll bar", "value": 0, "position": "-391.00;-244.00", "size": "0;0", "children": []}]}, {"name": null, "role": "AXImage", "description": null, "role_description": "image", "value": null, "position": "-391.00;-244.00", "size": "17;6", "children": []}, {"name": null, "role": "AXStaticText", "description": "Scheme:", "role_description": "text", "value": "Scheme:", "position": "-391.00;-244.00", "size": "53;17", "children": []}, {"name": null, "role": "AXPopUpButton", "description": null, "role_description": "pop up button", "value": "Dark Theme default", "position": "-391.00;-244.00", "size": "200;34", "children": [{"name": null, "role": "AXPopUpButton", "description": null, "role_description": "pop up button", "value": null, "position": "-391.00;-244.00", "size": "0;0", "children": []}]}, {"name": null, "role": "AXTextField", "description": null, "role_description": "text field", "value": "", "position": "-391.00;-244.00", "size": "200;34", "children": []}, {"name": null, "role": "AXGroup", "description": "Action Toolbar", "role_description": "group", "value": 0, "position": "-391.00;-244.00", "size": "26;34", "children": [{"name": null, "role": "AXButton", "description": "Show Scheme Actions", "role_description": "button", "value": null, "position": "-391.00;-244.00", "size": "26;24", "children": []}]}, {"name": null, "role": "AXLink", "description": "Change IDE Theme…", "role_description": "link", "value": null, "position": "-391.00;-244.00", "size": "131;17", "children": []}, {"name": null, "role": "AXImage", "description": null, "role_description": "image", "value": null, "position": "-391.00;-244.00", "size": "16;16", "children": []}, {"name": null, "role": "AXStaticText", "description": "", "role_description": "text", "value": "", "position": "-391.00;-244.00", "size": "0;0", "children": []}, {"name": null, "role": "AXScrollArea", "description": null, "role_description": "scroll area", "value": 0, "position": "-391.00;-244.00", "size": "431;238", "children": [{"name": null, "role": "AXScrollBar", "description": null, "role_description": "scroll bar", "value": 0, "position": "-391.00;-244.00", "size": "14;236", "children": []}, {"name": null, "role": "AXScrollBar", "description": null, "role_description": "scroll bar", "value": 0, "position": "-391.00;-244.00", "size": "0;0", "children": []}, {"name": null, "role": "AXOutline", "description": "tree", "role_description": "outline", "value": 0, "position": "-391.00;-244.00", "size": "429;296", "children": [{"name": null, "role": "AXRow", "description": "Code", "role_description": "row", "value": 0, "position": "-391.00;-244.00", "size": "39;24", "children": [{"name": null, "role": "AXStaticText", "description": "Code", "role_description": "text", "value": 0, "position": "-391.00;-244.00", "size": "39;24", "children": []}]}, {"name": null, "role": "AXRow", "description": "Editor", "role_description": "row", "value": 0, "position": "-391.00;-244.00", "size": "43;24", "children": [{"name": null, "role": "AXStaticText", "description": "Editor", "role_description": "text", "value": 0, "position": "-391.00;-244.00", "size": "43;24", "children": []}]}, {"name": null, "role": "AXRow", "description": "Errors and Warnings", "role_description": "row", "value": 0, "position": "-391.00;-244.00", "size": "131;24", "children": [{"name": null, "role": "AXStaticText", "description": "Errors and Warnings", "role_description": "text", "value": 0, "position": "-391.00;-244.00", "size": "131;24", "children": []}]}, {"name": null, "role": "AXRow", "description": "Hyperlinks", "role_description": "row", "value": 0, "position": "-391.00;-244.00", "size": "71;24", "children": [{"name": null, "role": "AXStaticText", "description": "Hyperlinks", "role_description": "text", "value": 0, "position": "-391.00;-244.00", "size": "71;24", "children": []}]}, {"name": null, "role": "AXRow", "description": "Identifiers", "role_description": "row", "value": 0, "position": "-391.00;-244.00", "size": "68;24", "children": [{"name": null, "role": "AXStaticText", "description": "Identifiers", "role_description": "text", "value": 0, "position": "-391.00;-244.00", "size": "68;24", "children": []}]}, {"name": null, "role": "AXRow", "description": "Line Coverage", "role_description": "row", "value": 0, "position": "-391.00;-244.00", "size": "95;24", "children": [{"name": null, "role": "AXStaticText", "description": "Line Coverage", "role_description": "text", "value": 0, "position": "-391.00;-244.00", "size": "95;24", "children": []}]}, {"name": null, "role": "AXRow", "description": "Live Templates", "role_description": "row", "value": 0, "position": "-391.00;-244.00", "size": "100;24", "children": [{"name": null, "role": "AXStaticText", "description": "Live Templates", "role_description": "text", "value": 0, "position": "-391.00;-244.00", "size": "100;24", "children": []}]}, {"name": null, "role": "AXRow", "description": "Popups and Hints", "role_description": "row", "value": 0, "position": "-391.00;-244.00", "size": "115;24", "children": [{"name": null, "role": "AXStaticText", "description": "Popups and Hints", "role_description": "text", "value": 0, "position": "-391.00;-244.00", "size": "115;24", "children": []}]}, {"name": null, "role": "AXRow", "description": "Preview", "role_description": "row", "value": 0, "position": "-391.00;-244.00", "size": "56;24", "children": [{"name": null, "role": "AXStaticText", "description": "Preview", "role_description": "text", "value": 0, "position": "-391.00;-244.00", "size": "56;24", "children": []}]}, {"name": null, "role": "AXRow", "description": "Search Results", "role_description": "row", "value": 0, "position": "-391.00;-244.00", "size": "98;24", "children": [{"name": null, "role": "AXStaticText", "description": "Search Results", "role_description": "text", "value": 0, "position": "-391.00;-244.00", "size": "98;24", "children": []}]}, {"name": null, "role": "AXRow", "description": "Text", "role_description": "row", "value": 0, "position": "-391.00;-244.00", "size": "34;24", "children": [{"name": null, "role": "AXStaticText", "description": "Text", "role_description": "text", "value": 0, "position": "-391.00;-244.00", "size": "34;24", "children": []}]}]}]}, {"name": null, "role": "AXGroup", "description": "", "role_description": "group", "value": 0, "position": "-391.00;-244.00", "size": "40;34", "children": []}, {"name": null, "role": "AXScrollArea", "description": null, "role_description": "scroll area", "value": 0, "position": "-391.00;-244.00", "size": "705;283", "children": [{"name": null, "role": "AXScrollBar", "description": null, "role_description": "scroll bar", "value": 0, "position": "-391.00;-244.00", "size": "18;281", "children": [{"name": null, "role": "AXButton", "description": "", "role_description": "button", "value": null, "position": "-391.00;-244.00", "size": "18;0", "children": []}, {"name": null, "role": "AXButton", "description": "", "role_description": "button", "value": null, "position": "-391.00;-244.00", "size": "18;0", "children": []}]}, {"name": null, "role": "AXScrollBar", "description": null, "role_description": "scroll bar", "value": 0, "position": "-391.00;-244.00", "size": "0;0", "children": []}, {"name": null, "role": "AXGroup", "description": "", "role_description": "group", "value": 0, "position": "-391.00;-244.00", "size": "0;0", "children": []}, {"name": null, "role": "AXStaticText", "description": "", "role_description": "text", "value": "", "position": "-391.00;-244.00", "size": "0;0", "children": []}, {"name": null, "role": "AXGroup", "description": null, "role_description": "group", "value": 0, "position": "-391.00;-244.00", "size": "11;748", "children": []}, {"name": null, "role": "AXTextArea", "description": "Editor", "role_description": "text entry area", "value": "//TODO: Visit JB Web resources:\nJetBrains Home Page: http://www.jetbrains.com\nJetBrains Developer Community: https://www.jetbrains.com/devnet\nReferenceHyperlink\nInactive hyperlink in code: \"http://jetbrains.com\"\n\nSearch:\n  result = \"text, text, text\";\n  i = result\n  return i;\n\nFolded text\nFolded text with highlighting\nDeleted text\nLive template: active inactive $VARIABLE$\nInjected language: \\.(gif|jpg|png)$\n\nCode Inspections:\n  Error\n  Warning\n  Weak warning\n  Deprecated symbol\n  Deprecated symbol marked for removal\n  Unused symbol\n  Unknown symbol\n  Runtime problem\n  Problem from server\n  Duplicate from server\n  typo\n  style_error\n  style_warning\n  style_suggestion\n  grammar_error\n", "position": "-391.00;-244.00", "size": "692;748", "children": []}]}, {"name": null, "role": "AXImage", "description": null, "role_description": "image", "value": null, "position": "-391.00;-244.00", "size": "17;6", "children": []}, {"name": null, "role": "AXStaticText", "description": "Scheme:", "role_description": "text", "value": "Scheme:", "position": "-391.00;-244.00", "size": "53;17", "children": []}, {"name": null, "role": "AXPopUpButton", "description": null, "role_description": "pop up button", "value": "Dark Theme default", "position": "-391.00;-244.00", "size": "200;34", "children": [{"name": null, "role": "AXPopUpButton", "description": null, "role_description": "pop up button", "value": null, "position": "-391.00;-244.00", "size": "0;0", "children": []}]}, {"name": null, "role": "AXTextField", "description": null, "role_description": "text field", "value": "", "position": "-391.00;-244.00", "size": "200;34", "children": []}, {"name": null, "role": "AXGroup", "description": "Action Toolbar", "role_description": "group", "value": 0, "position": "-391.00;-244.00", "size": "26;34", "children": [{"name": null, "role": "AXButton", "description": "Show Scheme Actions", "role_description": "button", "value": null, "position": "-391.00;-244.00", "size": "26;24", "children": []}]}, {"name": null, "role": "AXLink", "description": "Change IDE Theme…", "role_description": "link", "value": null, "position": "-391.00;-244.00", "size": "131;17", "children": []}, {"name": null, "role": "AXImage", "description": null, "role_description": "image", "value": null, "position": "-391.00;-244.00", "size": "16;16", "children": []}, {"name": null, "role": "AXStaticText", "description": "", "role_description": "text", "value": "", "position": "-391.00;-244.00", "size": "0;0", "children": []}, {"name": null, "role": "AXScrollArea", "description": null, "role_description": "scroll area", "value": 0, "position": "-391.00;-244.00", "size": "431;238", "children": [{"name": null, "role": "AXScrollBar", "description": null, "role_description": "scroll bar", "value": 0, "position": "-391.00;-244.00", "size": "14;236", "children": []}, {"name": null, "role": "AXScrollBar", "description": null, "role_description": "scroll bar", "value": 0, "position": "-391.00;-244.00", "size": "0;0", "children": []}, {"name": null, "role": "AXOutline", "description": "tree", "role_description": "outline", "value": 0, "position": "-391.00;-244.00", "size": "429;344", "children": [{"name": null, "role": "AXRow", "description": "Bad character", "role_description": "row", "value": 0, "position": "-391.00;-244.00", "size": "93;24", "children": [{"name": null, "role": "AXStaticText", "description": "Bad character", "role_description": "text", "value": 0, "position": "-391.00;-244.00", "size": "93;24", "children": []}]}, {"name": null, "role": "AXRow", "description": "Braces and Operators", "role_description": "row", "value": 0, "position": "-391.00;-244.00", "size": "141;24", "children": [{"name": null, "role": "AXStaticText", "description": "Braces and Operators", "role_description": "text", "value": 0, "position": "-391.00;-244.00", "size": "141;24", "children": []}]}, {"name": null, "role": "AXRow", "description": "Classes", "role_description": "row", "value": 0, "position": "-391.00;-244.00", "size": "54;24", "children": [{"name": null, "role": "AXStaticText", "description": "Classes", "role_description": "text", "value": 0, "position": "-391.00;-244.00", "size": "54;24", "children": []}]}, {"name": null, "role": "AXRow", "description": "Comments", "role_description": "row", "value": 0, "position": "-391.00;-244.00", "size": "73;24", "children": [{"name": null, "role": "AXStaticText", "description": "Comments", "role_description": "text", "value": 0, "position": "-391.00;-244.00", "size": "73;24", "children": []}]}, {"name": null, "role": "AXRow", "description": "Identifiers", "role_description": "row", "value": 0, "position": "-391.00;-244.00", "size": "68;24", "children": [{"name": null, "role": "AXStaticText", "description": "Identifiers", "role_description": "text", "value": 0, "position": "-391.00;-244.00", "size": "68;24", "children": []}]}, {"name": null, "role": "AXRow", "description": "Inline hints", "role_description": "row", "value": 0, "position": "-391.00;-244.00", "size": "72;24", "children": [{"name": null, "role": "AXStaticText", "description": "Inline hints", "role_description": "text", "value": 0, "position": "-391.00;-244.00", "size": "72;24", "children": []}]}, {"name": null, "role": "AXRow", "description": "Keyword", "role_description": "row", "value": 0, "position": "-391.00;-244.00", "size": "61;24", "children": [{"name": null, "role": "AXStaticText", "description": "Keyword", "role_description": "text", "value": 0, "position": "-391.00;-244.00", "size": "61;24", "children": []}]}, {"name": null, "role": "AXRow", "description": "Markup", "role_description": "row", "value": 0, "position": "-391.00;-244.00", "size": "53;24", "children": [{"name": null, "role": "AXStaticText", "description": "Markup", "role_description": "text", "value": 0, "position": "-391.00;-244.00", "size": "53;24", "children": []}]}, {"name": null, "role": "AXRow", "description": "Metadata", "role_description": "row", "value": 0, "position": "-391.00;-244.00", "size": "65;24", "children": [{"name": null, "role": "AXStaticText", "description": "Metadata", "role_description": "text", "value": 0, "position": "-391.00;-244.00", "size": "65;24", "children": []}]}, {"name": null, "role": "No role", "description": "", "role_description": "", "value": null, "position": "", "size": "", "children": []}, {"name": null, "role": "No role", "description": "", "role_description": "", "value": null, "position": "", "size": "", "children": []}, {"name": null, "role": "No role", "description": "", "role_description": "", "value": null, "position": "", "size": "", "children": []}, {"name": null, "role": "No role", "description": "", "role_description": "", "value": null, "position": "", "size": "", "children": []}]}]}, {"name": null, "role": "AXGroup", "description": "", "role_description": "group", "value": 0, "position": "-391.00;-244.00", "size": "40;34", "children": []}, {"name": null, "role": "AXScrollArea", "description": null, "role_description": "scroll area", "value": 0, "position": "-391.00;-244.00", "size": "705;283", "children": [{"name": null, "role": "AXScrollBar", "description": null, "role_description": "scroll bar", "value": 0, "position": "-391.00;-244.00", "size": "18;281", "children": [{"name": null, "role": "AXButton", "description": "", "role_description": "button", "value": null, "position": "-391.00;-244.00", "size": "18;0", "children": []}, {"name": null, "role": "AXButton", "description": "", "role_description": "button", "value": null, "position": "-391.00;-244.00", "size": "18;0", "children": []}]}, {"name": null, "role": "AXScrollBar", "description": null, "role_description": "scroll bar", "value": 0, "position": "-391.00;-244.00", "size": "0;0", "children": []}, {"name": null, "role": "AXGroup", "description": "", "role_description": "group", "value": 0, "position": "-391.00;-244.00", "size": "0;0", "children": []}, {"name": null, "role": "AXStaticText", "description": "", "role_description": "text", "value": "", "position": "-391.00;-244.00", "size": "0;0", "children": []}, {"name": null, "role": "AXGroup", "description": null, "role_description": "group", "value": 0, "position": "-391.00;-244.00", "size": "11;1043", "children": []}, {"name": null, "role": "AXTextArea", "description": "Editor", "role_description": "text entry area", "value": "Bad characters: ????\nKeyword\nIdentifier\n'String \\n\\?'\n12345\nOperator\nDot: . comma: , semicolon: ;\n{ Braces }\n( Parentheses )\n[ Brackets ]\n// Line comment\n/* Block comment */\n:Label\npredefined_symbol()\nCONSTANT\nGlobal variable\n/** RENDERED DOC */\n/** \n * Doc comment\n * @tag <code>Markup<</code>\n * Semantic highlighting:\n * Generated spectrum to pick colors for local variables and parameters:\n *  Color#1 SC1.1 SC1.2 SC1.3 SC1.4 Color#2 SC2.1 SC2.2 SC2.3 SC2.4 Color#3\n *  Color#3 SC3.1 SC3.2 SC3.3 SC3.4 Color#4 SC4.1 SC4.2 SC4.3 SC4.4 Color#5\n * @param parameter1 documentation\n * @param parameter2 documentation\n * @param parameter3 documentation\n * @param parameter4 documentation\n */\nFunction declaration (parameter1 parameter2 parameter3 parameter4)\n    Local variable1 variable2 variable3 variable4\n    Reassigned local variable\nFunction call(0, 1, 2)\nCurrent function call(0, 1)\nInterface Name\n@Metadata\nClass Name\n    instance method\n    instance field\n    static method\n    static field\n\nfunction(\"/highlighted/reference/{param}\")\n\n@TAG attribute=Value\n    Entity: &amp;\n    {% Template language %}", "position": "-391.00;-244.00", "size": "692;1043", "children": []}]}, {"name": null, "role": "AXImage", "description": null, "role_description": "image", "value": null, "position": "-391.00;-244.00", "size": "17;6", "children": []}, {"name": null, "role": "AXStaticText", "description": "Scheme:", "role_description": "text", "value": "Scheme:", "position": "-391.00;-244.00", "size": "53;17", "children": []}, {"name": null, "role": "AXPopUpButton", "description": null, "role_description": "pop up button", "value": "Dark Theme default", "position": "-391.00;-244.00", "size": "200;34", "children": [{"name": null, "role": "AXPopUpButton", "description": null, "role_description": "pop up button", "value": null, "position": "-391.00;-244.00", "size": "0;0", "children": []}]}, {"name": null, "role": "AXTextField", "description": null, "role_description": "text field", "value": "", "position": "-391.00;-244.00", "size": "200;34", "children": []}, {"name": null, "role": "AXGroup", "description": "Action Toolbar", "role_description": "group", "value": 0, "position": "-391.00;-244.00", "size": "26;34", "children": [{"name": null, "role": "AXButton", "description": "Show Scheme Actions", "role_description": "button", "value": null, "position": "-391.00;-244.00", "size": "26;24", "children": []}]}, {"name": null, "role": "AXLink", "description": "Change IDE Theme…", "role_description": "link", "value": null, "position": "-391.00;-244.00", "size": "131;17", "children": []}, {"name": null, "role": "AXImage", "description": null, "role_description": "image", "value": null, "position": "-391.00;-244.00", "size": "16;16", "children": []}, {"name": null, "role": "AXStaticText", "description": "", "role_description": "text", "value": "", "position": "-391.00;-244.00", "size": "0;0", "children": []}, {"name": null, "role": "AXCheckBox", "description": "Use color scheme font instead of the", "role_description": "checkbox", "value": 0, "position": "-391.00;-244.00", "size": "260;24", "children": []}, {"name": null, "role": "AXLink", "description": "default", "role_description": "link", "value": null, "position": "-391.00;-244.00", "size": "45;17", "children": []}, {"name": null, "role": "AXStaticText", "description": " (", "role_description": "text", "value": " (", "position": "-391.00;-244.00", "size": "8;17", "children": []}, {"name": null, "role": "AXStaticText", "description": "JetBrains Mono,13", "role_description": "text", "value": "JetBrains Mono,13", "position": "-391.00;-244.00", "size": "114;17", "children": []}, {"name": null, "role": "AXStaticText", "description": ")", "role_description": "text", "value": ")", "position": "-391.00;-244.00", "size": "5;17", "children": []}, {"name": null, "role": "AXStaticText", "description": "Font:", "role_description": "text", "value": "Font:", "position": "-391.00;-244.00", "size": "31;17", "children": []}, {"name": null, "role": "AXPopUpButton", "description": "Font:", "role_description": "pop up button", "value": "JetBrains Mono", "position": "-391.00;-244.00", "size": "272;34", "children": [{"name": null, "role": "AXPopUpButton", "description": null, "role_description": "pop up button", "value": null, "position": "-391.00;-244.00", "size": "0;0", "children": []}]}, {"name": null, "role": "AXCheckBox", "description": "Show only monospaced fonts", "role_description": "checkbox", "value": 1, "position": "-391.00;-244.00", "size": "182;24", "children": []}, {"name": null, "role": "AXStaticText", "description": "Size:", "role_description": "text", "value": "Size:", "position": "-391.00;-244.00", "size": "30;17", "children": []}, {"name": null, "role": "AXTextField", "description": "Size:", "role_description": "text field", "value": "13.0", "position": "-391.00;-244.00", "size": "50;34", "children": []}, {"name": null, "role": "AXStaticText", "description": "Line height:", "role_description": "text", "value": "Line height:", "position": "-391.00;-244.00", "size": "71;17", "children": []}, {"name": null, "role": "AXTextField", "description": "Line height:", "role_description": "text field", "value": "1.2", "position": "-391.00;-244.00", "size": "50;34", "children": []}, {"name": null, "role": "AXCheckBox", "description": "Enable ligatures", "role_description": "checkbox", "value": 0, "position": "-391.00;-244.00", "size": "126;25", "children": []}, {"name": null, "role": "AXImage", "description": "<html>Use several characters as a single<br>ligature. Ligatures enhance code<br>readability. Use the section below<br>to preview the changes", "role_description": "image", "value": null, "position": "-391.00;-244.00", "size": "21;16", "children": []}, {"name": null, "role": "AXTextField", "description": "text/html", "role_description": "text field", "value": "\nSee line height and ligatures also in Reader mode", "position": "-391.00;-244.00", "size": "280;15", "children": [{"name": null, "role": "AXTextField", "description": "text/html", "role_description": "text field", "value": null, "position": "-391.00;-244.00", "size": "0;0", "children": []}, {"name": null, "role": "AXTextField", "description": "text/html", "role_description": "text field", "value": null, "position": "-391.00;-244.00", "size": "204;15", "children": []}, {"name": null, "role": "AXTextField", "description": "text/html", "role_description": "text field", "value": null, "position": "-391.00;-244.00", "size": "76;15", "children": []}, {"name": null, "role": "AXTextField", "description": "text/html", "role_description": "text field", "value": null, "position": "-391.00;-244.00", "size": "0;15", "children": []}]}, {"name": null, "role": "AXStaticText", "description": "Fallback font:", "role_description": "text", "value": "Fallback font:", "position": "-391.00;-244.00", "size": "83;17", "children": []}, {"name": null, "role": "AXPopUpButton", "description": "Fallback font:", "role_description": "pop up button", "value": "<None>", "position": "-391.00;-244.00", "size": "272;34", "children": [{"name": null, "role": "AXPopUpButton", "description": null, "role_description": "pop up button", "value": null, "position": "-391.00;-244.00", "size": "0;0", "children": []}]}, {"name": null, "role": "AXStaticText", "description": "Used for symbols not supported by the main font", "role_description": "text", "value": "Used for symbols not supported by the main font", "position": "-391.00;-244.00", "size": "168;28", "children": []}, {"name": null, "role": "AXGroup", "description": "", "role_description": "group", "value": 0, "position": "-391.00;-244.00", "size": "40;34", "children": []}, {"name": null, "role": "AXScrollArea", "description": null, "role_description": "scroll area", "value": 0, "position": "-391.00;-244.00", "size": "703;238", "children": [{"name": null, "role": "AXScrollBar", "description": null, "role_description": "scroll bar", "value": 0, "position": "-391.00;-244.00", "size": "18;238", "children": [{"name": null, "role": "AXButton", "description": "", "role_description": "button", "value": null, "position": "-391.00;-244.00", "size": "18;0", "children": []}, {"name": null, "role": "AXButton", "description": "", "role_description": "button", "value": null, "position": "-391.00;-244.00", "size": "18;0", "children": []}]}, {"name": null, "role": "AXScrollBar", "description": null, "role_description": "scroll bar", "value": 0, "position": "-391.00;-244.00", "size": "0;0", "children": []}, {"name": null, "role": "AXGroup", "description": "", "role_description": "group", "value": 0, "position": "-391.00;-244.00", "size": "0;0", "children": []}, {"name": null, "role": "AXStaticText", "description": "", "role_description": "text", "value": "", "position": "-391.00;-244.00", "size": "0;0", "children": []}, {"name": null, "role": "AXGroup", "description": null, "role_description": "group", "value": 0, "position": "-391.00;-244.00", "size": "11;550", "children": []}, {"name": null, "role": "AXTextArea", "description": "Editor", "role_description": "text entry area", "value": "PyCharm is an Integrated \nDevelopment Environment (IDE) designed\nto maximize productivity. It provides\nclever code completion, static code\nanalysis, and refactorings, and lets\nyou focus on the bright side of\nsoftware development making\nit an enjoyable experience.\n\nDefault:\nabcdefghijklmnopqrstuvwxyz\nABCDEFGHIJKLMNOPQRSTUVWXYZ\n0123456789 (){}[]\n+ - * / = .,;:!? #&$%@|^\n\nBold:\nabcdefghijklmnopqrstuvwxyz\nABCDEFGHIJKLMNOPQRSTUVWXYZ\n0123456789 (){}[]\n+ - * / = .,;:!? #&$%@|^\n\n<!-- -- != := === >= >- >=> |-> -> <$>\n</> #[ |||> |= ~@\n\n", "position": "-391.00;-244.00", "size": "692;550", "children": []}]}, {"name": null, "role": "AXStaticText", "description": "Enter any text to preview", "role_description": "text", "value": "Enter any text to preview", "position": "-391.00;-244.00", "size": "703;34", "children": []}, {"name": null, "role": "AXImage", "description": null, "role_description": "image", "value": null, "position": "-391.00;-244.00", "size": "17;6", "children": []}, {"name": null, "role": "AXStaticText", "description": "Scheme:", "role_description": "text", "value": "Scheme:", "position": "-391.00;-244.00", "size": "53;17", "children": []}, {"name": null, "role": "AXPopUpButton", "description": null, "role_description": "pop up button", "value": "Dark Theme default", "position": "-391.00;-244.00", "size": "200;34", "children": [{"name": null, "role": "AXPopUpButton", "description": null, "role_description": "pop up button", "value": null, "position": "-391.00;-244.00", "size": "0;0", "children": []}]}, {"name": null, "role": "AXTextField", "description": null, "role_description": "text field", "value": "", "position": "-391.00;-244.00", "size": "200;34", "children": []}, {"name": null, "role": "AXGroup", "description": "Action Toolbar", "role_description": "group", "value": 0, "position": "-391.00;-244.00", "size": "26;34", "children": [{"name": null, "role": "AXButton", "description": "Show Scheme Actions", "role_description": "button", "value": null, "position": "-391.00;-244.00", "size": "26;24", "children": []}]}, {"name": null, "role": "AXLink", "description": "Change IDE Theme…", "role_description": "link", "value": null, "position": "-391.00;-244.00", "size": "131;17", "children": []}, {"name": null, "role": "AXImage", "description": null, "role_description": "image", "value": null, "position": "-391.00;-244.00", "size": "16;16", "children": []}, {"name": null, "role": "AXStaticText", "description": "", "role_description": "text", "value": "", "position": "-391.00;-244.00", "size": "0;0", "children": []}, {"name": null, "role": "AXCheckBox", "description": "Use console font instead of the", "role_description": "checkbox", "value": 0, "position": "-391.00;-244.00", "size": "226;24", "children": []}, {"name": null, "role": "AXLink", "description": "default", "role_description": "link", "value": null, "position": "-391.00;-244.00", "size": "45;17", "children": []}, {"name": null, "role": "AXStaticText", "description": " (", "role_description": "text", "value": " (", "position": "-391.00;-244.00", "size": "8;17", "children": []}, {"name": null, "role": "AXStaticText", "description": "JetBrains Mono,13", "role_description": "text", "value": "JetBrains Mono,13", "position": "-391.00;-244.00", "size": "114;17", "children": []}, {"name": null, "role": "AXStaticText", "description": ")", "role_description": "text", "value": ")", "position": "-391.00;-244.00", "size": "5;17", "children": []}, {"name": null, "role": "AXStaticText", "description": "Font:", "role_description": "text", "value": "Font:", "position": "-391.00;-244.00", "size": "31;17", "children": []}, {"name": null, "role": "AXPopUpButton", "description": "Font:", "role_description": "pop up button", "value": "JetBrains Mono", "position": "-391.00;-244.00", "size": "272;34", "children": [{"name": null, "role": "AXPopUpButton", "description": null, "role_description": "pop up button", "value": null, "position": "-391.00;-244.00", "size": "0;0", "children": []}]}, {"name": null, "role": "AXCheckBox", "description": "Show only monospaced fonts", "role_description": "checkbox", "value": 1, "position": "-391.00;-244.00", "size": "182;24", "children": []}, {"name": null, "role": "AXStaticText", "description": "Size:", "role_description": "text", "value": "Size:", "position": "-391.00;-244.00", "size": "30;17", "children": []}, {"name": null, "role": "AXTextField", "description": "Size:", "role_description": "text field", "value": "13.0", "position": "-391.00;-244.00", "size": "50;34", "children": []}, {"name": null, "role": "AXStaticText", "description": "Line height:", "role_description": "text", "value": "Line height:", "position": "-391.00;-244.00", "size": "71;17", "children": []}, {"name": null, "role": "AXTextField", "description": "Line height:", "role_description": "text field", "value": "1.2", "position": "-391.00;-244.00", "size": "50;34", "children": []}, {"name": null, "role": "AXCheckBox", "description": "Enable ligatures", "role_description": "checkbox", "value": 0, "position": "-391.00;-244.00", "size": "126;25", "children": []}, {"name": null, "role": "AXImage", "description": "<html>Use several characters as a single<br>ligature. Ligatures enhance code<br>readability. Use the section below<br>to preview the changes", "role_description": "image", "value": null, "position": "-391.00;-244.00", "size": "21;16", "children": []}, {"name": null, "role": "AXTextField", "description": "text/html", "role_description": "text field", "value": "\nSee line height and ligatures also in Reader mode", "position": "-391.00;-244.00", "size": "280;15", "children": [{"name": null, "role": "AXTextField", "description": "text/html", "role_description": "text field", "value": null, "position": "-391.00;-244.00", "size": "0;0", "children": []}, {"name": null, "role": "AXTextField", "description": "text/html", "role_description": "text field", "value": null, "position": "-391.00;-244.00", "size": "204;15", "children": []}, {"name": null, "role": "AXTextField", "description": "text/html", "role_description": "text field", "value": null, "position": "-391.00;-244.00", "size": "76;15", "children": []}, {"name": null, "role": "AXTextField", "description": "text/html", "role_description": "text field", "value": null, "position": "-391.00;-244.00", "size": "0;15", "children": []}]}, {"name": null, "role": "AXStaticText", "description": "Fallback font:", "role_description": "text", "value": "Fallback font:", "position": "-391.00;-244.00", "size": "83;17", "children": []}, {"name": null, "role": "AXPopUpButton", "description": "Fallback font:", "role_description": "pop up button", "value": "<None>", "position": "-391.00;-244.00", "size": "272;34", "children": [{"name": null, "role": "AXPopUpButton", "description": null, "role_description": "pop up button", "value": null, "position": "-391.00;-244.00", "size": "0;0", "children": []}]}, {"name": null, "role": "AXStaticText", "description": "Used for symbols not supported by the main font", "role_description": "text", "value": "Used for symbols not supported by the main font", "position": "-391.00;-244.00", "size": "168;28", "children": []}, {"name": null, "role": "AXGroup", "description": "", "role_description": "group", "value": 0, "position": "-391.00;-244.00", "size": "40;34", "children": []}, {"name": null, "role": "AXScrollArea", "description": null, "role_description": "scroll area", "value": 0, "position": "-391.00;-244.00", "size": "703;238", "children": [{"name": null, "role": "AXScrollBar", "description": null, "role_description": "scroll bar", "value": 0, "position": "-391.00;-244.00", "size": "18;238", "children": [{"name": null, "role": "AXButton", "description": "", "role_description": "button", "value": null, "position": "-391.00;-244.00", "size": "18;0", "children": []}, {"name": null, "role": "AXButton", "description": "", "role_description": "button", "value": null, "position": "-391.00;-244.00", "size": "18;0", "children": []}]}, {"name": null, "role": "AXScrollBar", "description": null, "role_description": "scroll bar", "value": 0, "position": "-391.00;-244.00", "size": "0;0", "children": []}, {"name": null, "role": "AXGroup", "description": "", "role_description": "group", "value": 0, "position": "-391.00;-244.00", "size": "0;0", "children": []}, {"name": null, "role": "AXStaticText", "description": "", "role_description": "text", "value": "", "position": "-391.00;-244.00", "size": "0;0", "children": []}, {"name": null, "role": "AXGroup", "description": null, "role_description": "group", "value": 0, "position": "-391.00;-244.00", "size": "11;550", "children": []}, {"name": null, "role": "AXTextArea", "description": "Editor", "role_description": "text entry area", "value": "PyCharm is an Integrated \nDevelopment Environment (IDE) designed\nto maximize productivity. It provides\nclever code completion, static code\nanalysis, and refactorings, and lets\nyou focus on the bright side of\nsoftware development making\nit an enjoyable experience.\n\nDefault:\nabcdefghijklmnopqrstuvwxyz\nABCDEFGHIJKLMNOPQRSTUVWXYZ\n0123456789 (){}[]\n+ - * / = .,;:!? #&$%@|^\n\nBold:\nabcdefghijklmnopqrstuvwxyz\nABCDEFGHIJKLMNOPQRSTUVWXYZ\n0123456789 (){}[]\n+ - * / = .,;:!? #&$%@|^\n\n<!-- -- != := === >= >- >=> |-> -> <$>\n</> #[ |||> |= ~@\n\n", "position": "-391.00;-244.00", "size": "692;550", "children": []}]}, {"name": null, "role": "AXStaticText", "description": "Enter any text to preview", "role_description": "text", "value": "Enter any text to preview", "position": "-391.00;-244.00", "size": "703;34", "children": []}, {"name": null, "role": "AXImage", "description": null, "role_description": "image", "value": null, "position": "-391.00;-244.00", "size": "17;6", "children": []}, {"name": null, "role": "AXStaticText", "description": "Scheme:", "role_description": "text", "value": "Scheme:", "position": "-391.00;-244.00", "size": "53;17", "children": []}, {"name": null, "role": "AXPopUpButton", "description": null, "role_description": "pop up button", "value": "Dark Theme default", "position": "-391.00;-244.00", "size": "200;34", "children": [{"name": null, "role": "AXPopUpButton", "description": null, "role_description": "pop up button", "value": null, "position": "-391.00;-244.00", "size": "0;0", "children": []}]}, {"name": null, "role": "AXTextField", "description": null, "role_description": "text field", "value": "", "position": "-391.00;-244.00", "size": "200;34", "children": []}, {"name": null, "role": "AXGroup", "description": "Action Toolbar", "role_description": "group", "value": 0, "position": "-391.00;-244.00", "size": "26;34", "children": [{"name": null, "role": "AXButton", "description": "Show Scheme Actions", "role_description": "button", "value": null, "position": "-391.00;-244.00", "size": "26;24", "children": []}]}, {"name": null, "role": "AXLink", "description": "Change IDE Theme…", "role_description": "link", "value": null, "position": "-391.00;-244.00", "size": "131;17", "children": []}, {"name": null, "role": "AXImage", "description": null, "role_description": "image", "value": null, "position": "-391.00;-244.00", "size": "16;16", "children": []}, {"name": null, "role": "AXStaticText", "description": "", "role_description": "text", "value": "", "position": "-391.00;-244.00", "size": "0;0", "children": []}, {"name": null, "role": "AXScrollArea", "description": null, "role_description": "scroll area", "value": 0, "position": "-391.00;-244.00", "size": "431;238", "children": [{"name": null, "role": "AXScrollBar", "description": null, "role_description": "scroll bar", "value": 0, "position": "-391.00;-244.00", "size": "14;236", "children": []}, {"name": null, "role": "AXScrollBar", "description": null, "role_description": "scroll bar", "value": 0, "position": "-391.00;-244.00", "size": "0;0", "children": []}, {"name": null, "role": "AXOutline", "description": "tree", "role_description": "outline", "value": 0, "position": "-391.00;-244.00", "size": "429;320", "children": [{"name": null, "role": "AXRow", "description": "User 1 cursor", "role_description": "row", "value": 0, "position": "-391.00;-244.00", "size": "88;24", "children": [{"name": null, "role": "AXStaticText", "description": "User 1 cursor", "role_description": "text", "value": 0, "position": "-391.00;-244.00", "size": "88;24", "children": []}]}, {"name": null, "role": "AXRow", "description": "User 1 selection", "role_description": "row", "value": 0, "position": "-391.00;-244.00", "size": "104;24", "children": [{"name": null, "role": "AXStaticText", "description": "User 1 selection", "role_description": "text", "value": 0, "position": "-391.00;-244.00", "size": "104;24", "children": []}]}, {"name": null, "role": "AXRow", "description": "User 2 cursor", "role_description": "row", "value": 0, "position": "-391.00;-244.00", "size": "90;24", "children": [{"name": null, "role": "AXStaticText", "description": "User 2 cursor", "role_description": "text", "value": 0, "position": "-391.00;-244.00", "size": "90;24", "children": []}]}, {"name": null, "role": "AXRow", "description": "User 2 selection", "role_description": "row", "value": 0, "position": "-391.00;-244.00", "size": "106;24", "children": [{"name": null, "role": "AXStaticText", "description": "User 2 selection", "role_description": "text", "value": 0, "position": "-391.00;-244.00", "size": "106;24", "children": []}]}, {"name": null, "role": "AXRow", "description": "User 3 cursor", "role_description": "row", "value": 0, "position": "-391.00;-244.00", "size": "90;24", "children": [{"name": null, "role": "AXStaticText", "description": "User 3 cursor", "role_description": "text", "value": 0, "position": "-391.00;-244.00", "size": "90;24", "children": []}]}, {"name": null, "role": "AXRow", "description": "User 3 selection", "role_description": "row", "value": 0, "position": "-391.00;-244.00", "size": "106;24", "children": [{"name": null, "role": "AXStaticText", "description": "User 3 selection", "role_description": "text", "value": 0, "position": "-391.00;-244.00", "size": "106;24", "children": []}]}, {"name": null, "role": "AXRow", "description": "User 4 cursor", "role_description": "row", "value": 0, "position": "-391.00;-244.00", "size": "90;24", "children": [{"name": null, "role": "AXStaticText", "description": "User 4 cursor", "role_description": "text", "value": 0, "position": "-391.00;-244.00", "size": "90;24", "children": []}]}, {"name": null, "role": "AXRow", "description": "User 4 selection", "role_description": "row", "value": 0, "position": "-391.00;-244.00", "size": "106;24", "children": [{"name": null, "role": "AXStaticText", "description": "User 4 selection", "role_description": "text", "value": 0, "position": "-391.00;-244.00", "size": "106;24", "children": []}]}, {"name": null, "role": "AXRow", "description": "User 5 cursor", "role_description": "row", "value": 0, "position": "-391.00;-244.00", "size": "90;24", "children": [{"name": null, "role": "AXStaticText", "description": "User 5 cursor", "role_description": "text", "value": 0, "position": "-391.00;-244.00", "size": "90;24", "children": []}]}, {"name": null, "role": "AXRow", "description": "User 5 selection", "role_description": "row", "value": 0, "position": "-391.00;-244.00", "size": "106;24", "children": [{"name": null, "role": "AXStaticText", "description": "User 5 selection", "role_description": "text", "value": 0, "position": "-391.00;-244.00", "size": "106;24", "children": []}]}, {"name": null, "role": "AXRow", "description": "User 6 cursor", "role_description": "row", "value": 0, "position": "-391.00;-244.00", "size": "90;24", "children": [{"name": null, "role": "AXStaticText", "description": "User 6 cursor", "role_description": "text", "value": 0, "position": "-391.00;-244.00", "size": "90;24", "children": []}]}, {"name": null, "role": "AXRow", "description": "User 6 selection", "role_description": "row", "value": 0, "position": "-391.00;-244.00", "size": "106;24", "children": [{"name": null, "role": "AXStaticText", "description": "User 6 selection", "role_description": "text", "value": 0, "position": "-391.00;-244.00", "size": "106;24", "children": []}]}]}]}, {"name": null, "role": "AXGroup", "description": "", "role_description": "group", "value": 0, "position": "-391.00;-244.00", "size": "40;34", "children": []}, {"name": null, "role": "AXScrollArea", "description": null, "role_description": "scroll area", "value": 0, "position": "-391.00;-244.00", "size": "705;283", "children": [{"name": null, "role": "AXScrollBar", "description": null, "role_description": "scroll bar", "value": 0, "position": "-391.00;-244.00", "size": "18;281", "children": [{"name": null, "role": "AXButton", "description": "", "role_description": "button", "value": null, "position": "-391.00;-244.00", "size": "18;0", "children": []}, {"name": null, "role": "AXButton", "description": "", "role_description": "button", "value": null, "position": "-391.00;-244.00", "size": "18;0", "children": []}]}, {"name": null, "role": "AXScrollBar", "description": null, "role_description": "scroll bar", "value": 0, "position": "-391.00;-244.00", "size": "0;0", "children": []}, {"name": null, "role": "AXGroup", "description": "", "role_description": "group", "value": 0, "position": "-391.00;-244.00", "size": "0;0", "children": []}, {"name": null, "role": "AXStaticText", "description": "", "role_description": "text", "value": "", "position": "-391.00;-244.00", "size": "0;0", "children": []}, {"name": null, "role": "AXGroup", "description": null, "role_description": "group", "value": 0, "position": "-391.00;-244.00", "size": "11;308", "children": []}, {"name": null, "role": "AXTextArea", "description": "Editor", "role_description": "text entry area", "value": "{\n  // JSON file as an example\n  /* Some block comment */\n  \"keywords\":  [true, false, null],\n  \"strings\": {\n    \"no escapes\":  \"pseudopolinomiality\",\n    \"escapes\":  \"C-style\\r\\n and unicode\\u0021\"\n  },\n  \"some numbers\":  [\n    42,\n    -0.0e-0,\n    6.626e-34\n  ] \n}", "position": "-391.00;-244.00", "size": "692;308", "children": []}]}, {"name": null, "role": "AXImage", "description": null, "role_description": "image", "value": null, "position": "-391.00;-244.00", "size": "17;6", "children": []}, {"name": null, "role": "AXStaticText", "description": "Scheme:", "role_description": "text", "value": "Scheme:", "position": "-391.00;-244.00", "size": "53;17", "children": []}, {"name": null, "role": "AXPopUpButton", "description": null, "role_description": "pop up button", "value": "Dark Theme default", "position": "-391.00;-244.00", "size": "200;34", "children": [{"name": null, "role": "AXPopUpButton", "description": null, "role_description": "pop up button", "value": null, "position": "-391.00;-244.00", "size": "0;0", "children": []}]}, {"name": null, "role": "AXTextField", "description": null, "role_description": "text field", "value": "", "position": "-391.00;-244.00", "size": "200;34", "children": []}, {"name": null, "role": "AXGroup", "description": "Action Toolbar", "role_description": "group", "value": 0, "position": "-391.00;-244.00", "size": "26;34", "children": [{"name": null, "role": "AXButton", "description": "Show Scheme Actions", "role_description": "button", "value": null, "position": "-391.00;-244.00", "size": "26;24", "children": []}]}, {"name": null, "role": "AXLink", "description": "Change IDE Theme…", "role_description": "link", "value": null, "position": "-391.00;-244.00", "size": "131;17", "children": []}, {"name": null, "role": "AXImage", "description": null, "role_description": "image", "value": null, "position": "-391.00;-244.00", "size": "16;16", "children": []}, {"name": null, "role": "AXStaticText", "description": "", "role_description": "text", "value": "", "position": "-391.00;-244.00", "size": "0;0", "children": []}, {"name": null, "role": "AXScrollArea", "description": null, "role_description": "scroll area", "value": 0, "position": "-391.00;-244.00", "size": "431;238", "children": [{"name": null, "role": "AXOutline", "description": "tree", "role_description": "outline", "value": 0, "position": "-391.00;-244.00", "size": "429;236", "children": [{"name": null, "role": "AXRow", "description": "ANSI colors", "role_description": "row", "value": 0, "position": "-391.00;-244.00", "size": "78;24", "children": [{"name": null, "role": "AXStaticText", "description": "ANSI colors", "role_description": "text", "value": 0, "position": "-391.00;-244.00", "size": "78;24", "children": []}]}, {"name": null, "role": "AXRow", "description": "Console", "role_description": "row", "value": 0, "position": "-391.00;-244.00", "size": "57;24", "children": [{"name": null, "role": "AXStaticText", "description": "Console", "role_description": "text", "value": 0, "position": "-391.00;-244.00", "size": "57;24", "children": []}]}, {"name": null, "role": "AXRow", "description": "Log console", "role_description": "row", "value": 0, "position": "-391.00;-244.00", "size": "81;24", "children": [{"name": null, "role": "AXStaticText", "description": "Log console", "role_description": "text", "value": 0, "position": "-391.00;-244.00", "size": "81;24", "children": []}]}, {"name": null, "role": "AXRow", "description": "Terminal", "role_description": "row", "value": 0, "position": "-391.00;-244.00", "size": "60;24", "children": [{"name": null, "role": "AXStaticText", "description": "Terminal", "role_description": "text", "value": 0, "position": "-391.00;-244.00", "size": "60;24", "children": []}]}]}, {"name": null, "role": "AXScrollBar", "description": null, "role_description": "scroll bar", "value": 0, "position": "-391.00;-244.00", "size": "0;0", "children": []}, {"name": null, "role": "AXScrollBar", "description": null, "role_description": "scroll bar", "value": 0, "position": "-391.00;-244.00", "size": "0;0", "children": []}]}, {"name": null, "role": "AXGroup", "description": "", "role_description": "group", "value": 0, "position": "-391.00;-244.00", "size": "40;34", "children": []}, {"name": null, "role": "AXScrollArea", "description": null, "role_description": "scroll area", "value": 0, "position": "-391.00;-244.00", "size": "705;283", "children": [{"name": null, "role": "AXScrollBar", "description": null, "role_description": "scroll bar", "value": 0, "position": "-391.00;-244.00", "size": "18;281", "children": [{"name": null, "role": "AXButton", "description": "", "role_description": "button", "value": null, "position": "-391.00;-244.00", "size": "18;0", "children": []}, {"name": null, "role": "AXButton", "description": "", "role_description": "button", "value": null, "position": "-391.00;-244.00", "size": "18;0", "children": []}]}, {"name": null, "role": "AXScrollBar", "description": null, "role_description": "scroll bar", "value": 0, "position": "-391.00;-244.00", "size": "0;0", "children": []}, {"name": null, "role": "AXGroup", "description": "", "role_description": "group", "value": 0, "position": "-391.00;-244.00", "size": "0;0", "children": []}, {"name": null, "role": "AXStaticText", "description": "", "role_description": "text", "value": "", "position": "-391.00;-244.00", "size": "0;0", "children": []}, {"name": null, "role": "AXGroup", "description": null, "role_description": "group", "value": 0, "position": "-391.00;-244.00", "size": "11;726", "children": []}, {"name": null, "role": "AXTextArea", "description": "Editor", "role_description": "text entry area", "value": "C:\\command.com\n- C:>\n- help\nBad command or file name\n\nLog error\nLog warning\nLog info\nLog verbose\nLog debug\nAn expired log entry\n\n# Process output highlighted using ANSI colors codes\nANSI: black\nANSI: red\nANSI: green\nANSI: yellow\nANSI: blue\nANSI: magenta\nANSI: cyan\nANSI: gray\nANSI: dark gray\nANSI: bright red\nANSI: bright green\nANSI: bright yellow\nANSI: bright blue\nANSI: bright magenta\nANSI: bright cyan\nANSI: white\n\ngit log\nProcess finished with exit code 1\n", "position": "-391.00;-244.00", "size": "692;726", "children": []}]}, {"name": null, "role": "AXStaticText", "description": "Scheme:", "role_description": "text", "value": "Scheme:", "position": "-391.00;-244.00", "size": "53;17", "children": []}, {"name": null, "role": "AXPopUpButton", "description": null, "role_description": "pop up button", "value": "Dark Theme default", "position": "-391.00;-244.00", "size": "200;34", "children": [{"name": null, "role": "AXPopUpButton", "description": null, "role_description": "pop up button", "value": null, "position": "-391.00;-244.00", "size": "0;0", "children": []}]}, {"name": null, "role": "AXTextField", "description": null, "role_description": "text field", "value": "", "position": "-391.00;-244.00", "size": "200;34", "children": []}, {"name": null, "role": "AXGroup", "description": "Action Toolbar", "role_description": "group", "value": 0, "position": "-391.00;-244.00", "size": "26;34", "children": [{"name": null, "role": "AXButton", "description": "Show Scheme Actions", "role_description": "button", "value": null, "position": "-391.00;-244.00", "size": "26;24", "children": []}]}, {"name": null, "role": "AXLink", "description": "Change IDE Theme…", "role_description": "link", "value": null, "position": "-391.00;-244.00", "size": "131;17", "children": []}, {"name": null, "role": "AXImage", "description": null, "role_description": "image", "value": null, "position": "-391.00;-244.00", "size": "16;16", "children": []}, {"name": null, "role": "AXStaticText", "description": "", "role_description": "text", "value": "", "position": "-391.00;-244.00", "size": "0;0", "children": []}, {"name": null, "role": "AXScrollArea", "description": null, "role_description": "scroll area", "value": 0, "position": "-391.00;-244.00", "size": "431;528", "children": [{"name": null, "role": "AXOutline", "description": "tree", "role_description": "outline", "value": 0, "position": "-391.00;-244.00", "size": "429;526", "children": [{"name": null, "role": "AXRow", "description": "Breakpoint line", "role_description": "row", "value": 0, "position": "-391.00;-244.00", "size": "98;24", "children": [{"name": null, "role": "AXStaticText", "description": "Breakpoint line", "role_description": "text", "value": 0, "position": "-391.00;-244.00", "size": "98;24", "children": []}]}, {"name": null, "role": "AXRow", "description": "Evaluated expression text", "role_description": "row", "value": 0, "position": "-391.00;-244.00", "size": "165;24", "children": [{"name": null, "role": "AXStaticText", "description": "Evaluated expression text", "role_description": "text", "value": 0, "position": "-391.00;-244.00", "size": "165;24", "children": []}]}, {"name": null, "role": "AXRow", "description": "Evaluated expression text for execution line", "role_description": "row", "value": 0, "position": "-391.00;-244.00", "size": "275;24", "children": [{"name": null, "role": "AXStaticText", "description": "Evaluated expression text for execution line", "role_description": "text", "value": 0, "position": "-391.00;-244.00", "size": "275;24", "children": []}]}, {"name": null, "role": "AXRow", "description": "Execution point", "role_description": "row", "value": 0, "position": "-391.00;-244.00", "size": "102;24", "children": [{"name": null, "role": "AXStaticText", "description": "Execution point", "role_description": "text", "value": 0, "position": "-391.00;-244.00", "size": "102;24", "children": []}]}, {"name": null, "role": "AXRow", "description": "Inline stack frames", "role_description": "row", "value": 0, "position": "-391.00;-244.00", "size": "122;24", "children": [{"name": null, "role": "AXStaticText", "description": "Inline stack frames", "role_description": "text", "value": 0, "position": "-391.00;-244.00", "size": "122;24", "children": []}]}, {"name": null, "role": "AXRow", "description": "Inlined modified values", "role_description": "row", "value": 0, "position": "-391.00;-244.00", "size": "147;24", "children": [{"name": null, "role": "AXStaticText", "description": "Inlined modified values", "role_description": "text", "value": 0, "position": "-391.00;-244.00", "size": "147;24", "children": []}]}, {"name": null, "role": "AXRow", "description": "Inlined values", "role_description": "row", "value": 0, "position": "-391.00;-244.00", "size": "90;24", "children": [{"name": null, "role": "AXStaticText", "description": "Inlined values", "role_description": "text", "value": 0, "position": "-391.00;-244.00", "size": "90;24", "children": []}]}, {"name": null, "role": "AXRow", "description": "Inlined values for execution line", "role_description": "row", "value": 0, "position": "-391.00;-244.00", "size": "200;24", "children": [{"name": null, "role": "AXStaticText", "description": "Inlined values for execution line", "role_description": "text", "value": 0, "position": "-391.00;-244.00", "size": "200;24", "children": []}]}, {"name": null, "role": "AXRow", "description": "Not top frame", "role_description": "row", "value": 0, "position": "-391.00;-244.00", "size": "92;24", "children": [{"name": null, "role": "AXStaticText", "description": "Not top frame", "role_description": "text", "value": 0, "position": "-391.00;-244.00", "size": "92;24", "children": []}]}, {"name": null, "role": "AXRow", "description": "Smart step into selection", "role_description": "row", "value": 0, "position": "-391.00;-244.00", "size": "160;24", "children": [{"name": null, "role": "AXStaticText", "description": "Smart step into selection", "role_description": "text", "value": 0, "position": "-391.00;-244.00", "size": "160;24", "children": []}]}, {"name": null, "role": "AXRow", "description": "Smart step into target", "role_description": "row", "value": 0, "position": "-391.00;-244.00", "size": "141;24", "children": [{"name": null, "role": "AXStaticText", "description": "Smart step into target", "role_description": "text", "value": 0, "position": "-391.00;-244.00", "size": "141;24", "children": []}]}]}, {"name": null, "role": "AXScrollBar", "description": null, "role_description": "scroll bar", "value": 0, "position": "-391.00;-244.00", "size": "0;0", "children": []}, {"name": null, "role": "AXScrollBar", "description": null, "role_description": "scroll bar", "value": 0, "position": "-391.00;-244.00", "size": "0;0", "children": []}]}, {"name": null, "role": "AXImage", "description": null, "role_description": "image", "value": null, "position": "-391.00;-244.00", "size": "17;6", "children": []}, {"name": null, "role": "AXStaticText", "description": "Scheme:", "role_description": "text", "value": "Scheme:", "position": "-391.00;-244.00", "size": "53;17", "children": []}, {"name": null, "role": "AXPopUpButton", "description": null, "role_description": "pop up button", "value": "Dark Theme default", "position": "-391.00;-244.00", "size": "200;34", "children": [{"name": null, "role": "AXPopUpButton", "description": null, "role_description": "pop up button", "value": null, "position": "-391.00;-244.00", "size": "0;0", "children": []}]}, {"name": null, "role": "AXTextField", "description": null, "role_description": "text field", "value": "", "position": "-391.00;-244.00", "size": "200;34", "children": []}, {"name": null, "role": "AXGroup", "description": "Action Toolbar", "role_description": "group", "value": 0, "position": "-391.00;-244.00", "size": "26;34", "children": [{"name": null, "role": "AXButton", "description": "Show Scheme Actions", "role_description": "button", "value": null, "position": "-391.00;-244.00", "size": "26;24", "children": []}]}, {"name": null, "role": "AXLink", "description": "Change IDE Theme…", "role_description": "link", "value": null, "position": "-391.00;-244.00", "size": "131;17", "children": []}, {"name": null, "role": "AXImage", "description": null, "role_description": "image", "value": null, "position": "-391.00;-244.00", "size": "16;16", "children": []}, {"name": null, "role": "AXStaticText", "description": "", "role_description": "text", "value": "", "position": "-391.00;-244.00", "size": "0;0", "children": []}, {"name": null, "role": "AXScrollArea", "description": null, "role_description": "scroll area", "value": 0, "position": "-391.00;-244.00", "size": "493;238", "children": [{"name": null, "role": "AXOutline", "description": "tree", "role_description": "outline", "value": 0, "position": "-391.00;-244.00", "size": "491;236", "children": [{"name": null, "role": "AXRow", "description": "Changed lines", "role_description": "row", "value": 0, "position": "-391.00;-244.00", "size": "94;24", "children": [{"name": null, "role": "AXStaticText", "description": "Changed lines", "role_description": "text", "value": 0, "position": "-391.00;-244.00", "size": "94;24", "children": [{"name": null, "role": "AXStaticText", "description": "Changed", "role_description": "text", "value": "Changed", "position": "-391.00;-244.00", "size": "62;24", "children": []}, {"name": null, "role": "AXStaticText", "description": "Conflict", "role_description": "text", "value": "Conflict", "position": "-391.00;-244.00", "size": "54;24", "children": []}, {"name": null, "role": "AXStaticText", "description": "Deleted", "role_description": "text", "value": "Deleted", "position": "-391.00;-244.00", "size": "54;24", "children": []}, {"name": null, "role": "AXStaticText", "description": "Inserted", "role_description": "text", "value": "Inserted", "position": "-391.00;-244.00", "size": "57;24", "children": []}]}]}, {"name": null, "role": "AXRow", "description": "Changed", "role_description": "row", "value": 0, "position": "-391.00;-244.00", "size": "62;24", "children": [{"name": null, "role": "AXStaticText", "description": "Changed", "role_description": "text", "value": 0, "position": "-391.00;-244.00", "size": "62;24", "children": []}]}, {"name": null, "role": "AXRow", "description": "Conflict", "role_description": "row", "value": 0, "position": "-391.00;-244.00", "size": "54;24", "children": [{"name": null, "role": "AXStaticText", "description": "Conflict", "role_description": "text", "value": 0, "position": "-391.00;-244.00", "size": "54;24", "children": []}]}, {"name": null, "role": "AXRow", "description": "Deleted", "role_description": "row", "value": 0, "position": "-391.00;-244.00", "size": "54;24", "children": [{"name": null, "role": "AXStaticText", "description": "Deleted", "role_description": "text", "value": 0, "position": "-391.00;-244.00", "size": "54;24", "children": []}]}, {"name": null, "role": "AXRow", "description": "Inserted", "role_description": "row", "value": 0, "position": "-391.00;-244.00", "size": "57;24", "children": [{"name": null, "role": "AXStaticText", "description": "Inserted", "role_description": "text", "value": 0, "position": "-391.00;-244.00", "size": "57;24", "children": []}]}, {"name": null, "role": "AXRow", "description": "Folded unchanged fragments", "role_description": "row", "value": 0, "position": "-391.00;-244.00", "size": "187;24", "children": [{"name": null, "role": "AXStaticText", "description": "Folded unchanged fragments", "role_description": "text", "value": 0, "position": "-391.00;-244.00", "size": "187;24", "children": []}]}]}, {"name": null, "role": "AXScrollBar", "description": null, "role_description": "scroll bar", "value": 0, "position": "-391.00;-244.00", "size": "0;0", "children": []}, {"name": null, "role": "AXScrollBar", "description": null, "role_description": "scroll bar", "value": 0, "position": "-391.00;-244.00", "size": "0;0", "children": []}]}, {"name": null, "role": "AXStaticText", "description": "Important", "role_description": "text", "value": "Important", "position": "-391.00;-244.00", "size": "60;17", "children": []}, {"name": null, "role": "AXStaticText", "description": "Error stripe mark", "role_description": "text", "value": "Error stripe mark", "position": "-391.00;-244.00", "size": "103;17", "children": []}, {"name": null, "role": "AXStaticText", "description": "Ignored", "role_description": "text", "value": "Ignored", "position": "-391.00;-244.00", "size": "47;17", "children": []}, {"name": null, "role": "AXCheckBox", "description": "Inherit ignored color", "role_description": "checkbox", "value": 1, "position": "-391.00;-244.00", "size": "152;25", "children": []}, {"name": null, "role": "AXStaticText", "description": "", "role_description": "text", "value": "", "position": "-391.00;-244.00", "size": "194;16", "children": [{"name": null, "role": "AXStaticText", "description": null, "role_description": "text", "value": null, "position": "-391.00;-244.00", "size": "0;16", "children": []}, {"name": null, "role": "AXTextField", "description": "text/html", "role_description": "text field", "value": "", "position": "-391.00;-244.00", "size": "194;16", "children": [{"name": null, "role": "AXTextField", "description": "text/html", "role_description": "text field", "value": null, "position": "-391.00;-244.00", "size": "194;8", "children": []}]}]}, {"name": null, "role": "AXImage", "description": null, "role_description": "image", "value": null, "position": "-391.00;-244.00", "size": "16;16", "children": []}, {"name": null, "role": "AXScrollArea", "description": null, "role_description": "scroll area", "value": 0, "position": "-391.00;-244.00", "size": "218;263", "children": [{"name": null, "role": "AXScrollBar", "description": null, "role_description": "scroll bar", "value": 0, "position": "-391.00;-244.00", "size": "18;263", "children": [{"name": null, "role": "AXButton", "description": "", "role_description": "button", "value": null, "position": "-391.00;-244.00", "size": "18;0", "children": []}, {"name": null, "role": "AXButton", "description": "", "role_description": "button", "value": null, "position": "-391.00;-244.00", "size": "18;0", "children": []}]}, {"name": null, "role": "AXScrollBar", "description": null, "role_description": "scroll bar", "value": 0, "position": "-391.00;-244.00", "size": "152;14", "children": []}, {"name": null, "role": "AXGroup", "description": "", "role_description": "group", "value": 0, "position": "-391.00;-244.00", "size": "0;0", "children": []}, {"name": null, "role": "AXStaticText", "description": "", "role_description": "text", "value": "", "position": "-391.00;-244.00", "size": "0;0", "children": []}, {"name": null, "role": "AXGroup", "description": null, "role_description": "group", "value": 0, "position": "-391.00;-244.00", "size": "48;462", "children": []}, {"name": null, "role": "AXTextArea", "description": "Editor", "role_description": "text entry area", "value": "class MyClass\n  value = 123\n\n  def left_only(self):\n    bar(123)\n\n  def foo(self):\n    # Left changes\n    pass\n\n  def bar(self, a, b)\n\n    print a\n    print b\n\n\n\n", "position": "-391.00;-244.00", "size": "212;462", "children": []}]}, {"name": null, "role": "AXStaticText", "description": "", "role_description": "text", "value": "", "position": "-391.00;-244.00", "size": "195;16", "children": [{"name": null, "role": "AXStaticText", "description": null, "role_description": "text", "value": null, "position": "-391.00;-244.00", "size": "0;16", "children": []}, {"name": null, "role": "AXTextField", "description": "text/html", "role_description": "text field", "value": "", "position": "-391.00;-244.00", "size": "195;16", "children": [{"name": null, "role": "AXTextField", "description": "text/html", "role_description": "text field", "value": null, "position": "-391.00;-244.00", "size": "195;8", "children": []}]}]}, {"name": null, "role": "AXImage", "description": null, "role_description": "image", "value": null, "position": "-391.00;-244.00", "size": "16;16", "children": []}, {"name": null, "role": "AXScrollArea", "description": null, "role_description": "scroll area", "value": 0, "position": "-391.00;-244.00", "size": "219;263", "children": [{"name": null, "role": "AXScrollBar", "description": null, "role_description": "scroll bar", "value": 0, "position": "-391.00;-244.00", "size": "18;263", "children": [{"name": null, "role": "AXButton", "description": "", "role_description": "button", "value": null, "position": "-391.00;-244.00", "size": "18;0", "children": []}, {"name": null, "role": "AXButton", "description": "", "role_description": "button", "value": null, "position": "-391.00;-244.00", "size": "18;0", "children": []}]}, {"name": null, "role": "AXScrollBar", "description": null, "role_description": "scroll bar", "value": 0, "position": "-391.00;-244.00", "size": "153;14", "children": []}, {"name": null, "role": "AXGroup", "description": "", "role_description": "group", "value": 0, "position": "-391.00;-244.00", "size": "0;0", "children": []}, {"name": null, "role": "AXStaticText", "description": "", "role_description": "text", "value": "", "position": "-391.00;-244.00", "size": "0;0", "children": []}, {"name": null, "role": "AXGroup", "description": null, "role_description": "group", "value": 0, "position": "-391.00;-244.00", "size": "48;440", "children": []}, {"name": null, "role": "AXTextArea", "description": "Editor", "role_description": "text entry area", "value": "class MyClass\n  value = 123\n\n  def foo(self):\n    pass\n\n  def removed_from_left(self):\n    bar('PyCharmRulezzz')\n\n  def bar(self, a, b)\n\n    print a\n    print b\n\n\n\n", "position": "-391.00;-244.00", "size": "257;440", "children": []}]}, {"name": null, "role": "AXStaticText", "description": "", "role_description": "text", "value": "", "position": "-391.00;-244.00", "size": "194;16", "children": [{"name": null, "role": "AXStaticText", "description": null, "role_description": "text", "value": null, "position": "-391.00;-244.00", "size": "0;16", "children": []}, {"name": null, "role": "AXTextField", "description": "text/html", "role_description": "text field", "value": "", "position": "-391.00;-244.00", "size": "194;16", "children": [{"name": null, "role": "AXTextField", "description": "text/html", "role_description": "text field", "value": null, "position": "-391.00;-244.00", "size": "194;8", "children": []}]}]}, {"name": null, "role": "AXImage", "description": null, "role_description": "image", "value": null, "position": "-391.00;-244.00", "size": "16;16", "children": []}, {"name": null, "role": "AXScrollArea", "description": null, "role_description": "scroll area", "value": 0, "position": "-391.00;-244.00", "size": "218;263", "children": [{"name": null, "role": "AXScrollBar", "description": null, "role_description": "scroll bar", "value": 0, "position": "-391.00;-244.00", "size": "18;263", "children": [{"name": null, "role": "AXButton", "description": "", "role_description": "button", "value": null, "position": "-391.00;-244.00", "size": "18;0", "children": []}, {"name": null, "role": "AXButton", "description": "", "role_description": "button", "value": null, "position": "-391.00;-244.00", "size": "18;0", "children": []}]}, {"name": null, "role": "AXScrollBar", "description": null, "role_description": "scroll bar", "value": 0, "position": "-391.00;-244.00", "size": "152;14", "children": []}, {"name": null, "role": "AXGroup", "description": "", "role_description": "group", "value": 0, "position": "-391.00;-244.00", "size": "0;0", "children": []}, {"name": null, "role": "AXStaticText", "description": "", "role_description": "text", "value": "", "position": "-391.00;-244.00", "size": "0;0", "children": []}, {"name": null, "role": "AXGroup", "description": null, "role_description": "group", "value": 0, "position": "-391.00;-244.00", "size": "48;462", "children": []}, {"name": null, "role": "AXTextArea", "description": "Editor", "role_description": "text entry area", "value": "class MyClass\n  value = -123\n\n  def foo(self):\n    # Right changes\n    pass\n\n  def removed_from_left(self):\n    bar('PyCharmRulezzz')\n\n  def bar(self, a, b)\n    print a\n\n    print b\n\n\n\n", "position": "-391.00;-244.00", "size": "257;462", "children": []}]}, {"name": null, "role": "AXImage", "description": null, "role_description": "image", "value": null, "position": "-391.00;-244.00", "size": "17;6", "children": []}, {"name": null, "role": "AXStaticText", "description": "Scheme:", "role_description": "text", "value": "Scheme:", "position": "-391.00;-244.00", "size": "53;17", "children": []}, {"name": null, "role": "AXPopUpButton", "description": null, "role_description": "pop up button", "value": "Dark Theme default", "position": "-391.00;-244.00", "size": "200;34", "children": [{"name": null, "role": "AXPopUpButton", "description": null, "role_description": "pop up button", "value": null, "position": "-391.00;-244.00", "size": "0;0", "children": []}]}, {"name": null, "role": "AXTextField", "description": null, "role_description": "text field", "value": "", "position": "-391.00;-244.00", "size": "200;34", "children": []}, {"name": null, "role": "AXGroup", "description": "Action Toolbar", "role_description": "group", "value": 0, "position": "-391.00;-244.00", "size": "26;34", "children": [{"name": null, "role": "AXButton", "description": "Show Scheme Actions", "role_description": "button", "value": null, "position": "-391.00;-244.00", "size": "26;24", "children": []}]}, {"name": null, "role": "AXLink", "description": "Change IDE Theme…", "role_description": "link", "value": null, "position": "-391.00;-244.00", "size": "131;17", "children": []}, {"name": null, "role": "AXImage", "description": null, "role_description": "image", "value": null, "position": "-391.00;-244.00", "size": "16;16", "children": []}, {"name": null, "role": "AXStaticText", "description": "", "role_description": "text", "value": "", "position": "-391.00;-244.00", "size": "0;0", "children": []}, {"name": null, "role": "AXScrollArea", "description": null, "role_description": "scroll area", "value": 0, "position": "-391.00;-244.00", "size": "431;238", "children": [{"name": null, "role": "AXScrollBar", "description": null, "role_description": "scroll bar", "value": 0, "position": "-391.00;-244.00", "size": "14;236", "children": []}, {"name": null, "role": "AXScrollBar", "description": null, "role_description": "scroll bar", "value": 0, "position": "-391.00;-244.00", "size": "0;0", "children": []}, {"name": null, "role": "AXOutline", "description": "tree", "role_description": "outline", "value": 0, "position": "-391.00;-244.00", "size": "429;272", "children": [{"name": null, "role": "AXRow", "description": "Block comment", "role_description": "row", "value": 0, "position": "-391.00;-244.00", "size": "101;24", "children": [{"name": null, "role": "AXStaticText", "description": "Block comment", "role_description": "text", "value": 0, "position": "-391.00;-244.00", "size": "101;24", "children": []}]}, {"name": null, "role": "AXRow", "description": "Invalid string escape", "role_description": "row", "value": 0, "position": "-391.00;-244.00", "size": "133;24", "children": [{"name": null, "role": "AXStaticText", "description": "Invalid string escape", "role_description": "text", "value": 0, "position": "-391.00;-244.00", "size": "133;24", "children": []}]}, {"name": null, "role": "AXRow", "description": "Keyword1", "role_description": "row", "value": 0, "position": "-391.00;-244.00", "size": "67;24", "children": [{"name": null, "role": "AXStaticText", "description": "Keyword1", "role_description": "text", "value": 0, "position": "-391.00;-244.00", "size": "67;24", "children": []}]}, {"name": null, "role": "AXRow", "description": "Keyword2", "role_description": "row", "value": 0, "position": "-391.00;-244.00", "size": "69;24", "children": [{"name": null, "role": "AXStaticText", "description": "Keyword2", "role_description": "text", "value": 0, "position": "-391.00;-244.00", "size": "69;24", "children": []}]}, {"name": null, "role": "AXRow", "description": "Keyword3", "role_description": "row", "value": 0, "position": "-391.00;-244.00", "size": "69;24", "children": [{"name": null, "role": "AXStaticText", "description": "Keyword3", "role_description": "text", "value": 0, "position": "-391.00;-244.00", "size": "69;24", "children": []}]}, {"name": null, "role": "AXRow", "description": "Keyword4", "role_description": "row", "value": 0, "position": "-391.00;-244.00", "size": "69;24", "children": [{"name": null, "role": "AXStaticText", "description": "Keyword4", "role_description": "text", "value": 0, "position": "-391.00;-244.00", "size": "69;24", "children": []}]}, {"name": null, "role": "AXRow", "description": "Line comment", "role_description": "row", "value": 0, "position": "-391.00;-244.00", "size": "93;24", "children": [{"name": null, "role": "AXStaticText", "description": "Line comment", "role_description": "text", "value": 0, "position": "-391.00;-244.00", "size": "93;24", "children": []}]}, {"name": null, "role": "AXRow", "description": "Number", "role_description": "row", "value": 0, "position": "-391.00;-244.00", "size": "56;24", "children": [{"name": null, "role": "AXStaticText", "description": "Number", "role_description": "text", "value": 0, "position": "-391.00;-244.00", "size": "56;24", "children": []}]}, {"name": null, "role": "AXRow", "description": "String", "role_description": "row", "value": 0, "position": "-391.00;-244.00", "size": "43;24", "children": [{"name": null, "role": "AXStaticText", "description": "String", "role_description": "text", "value": 0, "position": "-391.00;-244.00", "size": "43;24", "children": []}]}, {"name": null, "role": "AXRow", "description": "Valid string escape", "role_description": "row", "value": 0, "position": "-391.00;-244.00", "size": "124;24", "children": [{"name": null, "role": "AXStaticText", "description": "Valid string escape", "role_description": "text", "value": 0, "position": "-391.00;-244.00", "size": "124;24", "children": []}]}]}]}, {"name": null, "role": "AXGroup", "description": "", "role_description": "group", "value": 0, "position": "-391.00;-244.00", "size": "40;34", "children": []}, {"name": null, "role": "AXScrollArea", "description": null, "role_description": "scroll area", "value": 0, "position": "-391.00;-244.00", "size": "705;283", "children": [{"name": null, "role": "AXScrollBar", "description": null, "role_description": "scroll bar", "value": 0, "position": "-391.00;-244.00", "size": "18;281", "children": [{"name": null, "role": "AXButton", "description": "", "role_description": "button", "value": null, "position": "-391.00;-244.00", "size": "18;0", "children": []}, {"name": null, "role": "AXButton", "description": "", "role_description": "button", "value": null, "position": "-391.00;-244.00", "size": "18;0", "children": []}]}, {"name": null, "role": "AXScrollBar", "description": null, "role_description": "scroll bar", "value": 0, "position": "-391.00;-244.00", "size": "0;0", "children": []}, {"name": null, "role": "AXGroup", "description": "", "role_description": "group", "value": 0, "position": "-391.00;-244.00", "size": "0;0", "children": []}, {"name": null, "role": "AXStaticText", "description": "", "role_description": "text", "value": "", "position": "-391.00;-244.00", "size": "0;0", "children": []}, {"name": null, "role": "AXGroup", "description": null, "role_description": "group", "value": 0, "position": "-391.00;-244.00", "size": "11;308", "children": []}, {"name": null, "role": "AXTextArea", "description": "Editor", "role_description": "text entry area", "value": "# Line comment\naKeyword1 variable = 123;\nanotherKeyword1 someString = \"SomeString\";\naKeyword2 variable = 123;\nanotherKeyword2 someString = \"SomeString\";\naKeyword3 variable = 123;\nanotherKeyword3 someString = \"SomeString\";\naKeyword4 variable = 123;\nanotherKeyword4 someString = \"SomeString \\n\\x  \\& \\g \";\n/* \n * Block comment\n */\n\n", "position": "-391.00;-244.00", "size": "692;308", "children": []}]}, {"name": null, "role": "AXImage", "description": null, "role_description": "image", "value": null, "position": "-391.00;-244.00", "size": "17;6", "children": []}, {"name": null, "role": "AXStaticText", "description": "Scheme:", "role_description": "text", "value": "Scheme:", "position": "-391.00;-244.00", "size": "53;17", "children": []}, {"name": null, "role": "AXPopUpButton", "description": null, "role_description": "pop up button", "value": "Dark Theme default", "position": "-391.00;-244.00", "size": "200;34", "children": [{"name": null, "role": "AXPopUpButton", "description": null, "role_description": "pop up button", "value": null, "position": "-391.00;-244.00", "size": "0;0", "children": []}]}, {"name": null, "role": "AXTextField", "description": null, "role_description": "text field", "value": "", "position": "-391.00;-244.00", "size": "200;34", "children": []}, {"name": null, "role": "AXGroup", "description": "Action Toolbar", "role_description": "group", "value": 0, "position": "-391.00;-244.00", "size": "26;34", "children": [{"name": null, "role": "AXButton", "description": "Show Scheme Actions", "role_description": "button", "value": null, "position": "-391.00;-244.00", "size": "26;24", "children": []}]}, {"name": null, "role": "AXLink", "description": "Change IDE Theme…", "role_description": "link", "value": null, "position": "-391.00;-244.00", "size": "131;17", "children": []}, {"name": null, "role": "AXImage", "description": null, "role_description": "image", "value": null, "position": "-391.00;-244.00", "size": "16;16", "children": []}, {"name": null, "role": "AXStaticText", "description": "", "role_description": "text", "value": "", "position": "-391.00;-244.00", "size": "0;0", "children": []}, {"name": null, "role": "AXScrollArea", "description": null, "role_description": "scroll area", "value": 0, "position": "-391.00;-244.00", "size": "461;299", "children": [{"name": null, "role": "AXOutline", "description": "tree", "role_description": "outline", "value": 0, "position": "-391.00;-244.00", "size": "459;297", "children": [{"name": null, "role": "AXRow", "description": "Editor Gutter", "role_description": "row", "value": 0, "position": "-391.00;-244.00", "size": "85;24", "children": [{"name": null, "role": "AXStaticText", "description": "Editor Gutter", "role_description": "text", "value": 0, "position": "-391.00;-244.00", "size": "85;24", "children": []}]}, {"name": null, "role": "AXRow", "description": "VCS Annotations", "role_description": "row", "value": 0, "position": "-391.00;-244.00", "size": "110;24", "children": [{"name": null, "role": "AXStaticText", "description": "VCS Annotations", "role_description": "text", "value": 0, "position": "-391.00;-244.00", "size": "110;24", "children": []}]}]}, {"name": null, "role": "AXScrollBar", "description": null, "role_description": "scroll bar", "value": 0, "position": "-391.00;-244.00", "size": "0;0", "children": []}, {"name": null, "role": "AXScrollBar", "description": null, "role_description": "scroll bar", "value": 0, "position": "-391.00;-244.00", "size": "0;0", "children": []}]}, {"name": null, "role": "AXCheckBox", "description": "Foreground", "role_description": "checkbox", "value": 0, "position": "-391.00;-244.00", "size": "100;25", "children": []}, {"name": null, "role": "AXCheckBox", "description": "Background", "role_description": "checkbox", "value": 0, "position": "-391.00;-244.00", "size": "102;25", "children": []}, {"name": null, "role": "AXCheckBox", "description": "Error stripe mark", "role_description": "checkbox", "value": 0, "position": "-391.00;-244.00", "size": "131;25", "children": []}, {"name": null, "role": "AXCheckBox", "description": "Effects", "role_description": "checkbox", "value": 0, "position": "-391.00;-244.00", "size": "72;25", "children": []}, {"name": null, "role": "AXCheckBox", "description": "Inherit values from:", "role_description": "checkbox", "value": 0, "position": "-391.00;-244.00", "size": "0;0", "children": []}, {"name": null, "role": "AXScrollArea", "description": null, "role_description": "scroll area", "value": 0, "position": "-391.00;-244.00", "size": "210;23", "children": [{"name": null, "role": "AXTextField", "description": "text/html", "role_description": "text field", "value": "\n", "position": "-391.00;-244.00", "size": "210;23", "children": [{"name": null, "role": "AXTextField", "description": "text/html", "role_description": "text field", "value": null, "position": "-391.00;-244.00", "size": "205;15", "children": []}, {"name": null, "role": "AXTextField", "description": "text/html", "role_description": "text field", "value": null, "position": "-391.00;-244.00", "size": "205;0", "children": []}]}, {"name": null, "role": "AXScrollBar", "description": null, "role_description": "scroll bar", "value": 0, "position": "-391.00;-244.00", "size": "0;0", "children": []}, {"name": null, "role": "AXScrollBar", "description": null, "role_description": "scroll bar", "value": 0, "position": "-391.00;-244.00", "size": "0;0", "children": []}]}, {"name": null, "role": "AXCheckBox", "description": "Bold", "role_description": "checkbox", "value": 0, "position": "-391.00;-244.00", "size": "55;25", "children": []}, {"name": null, "role": "AXCheckBox", "description": "Italic", "role_description": "checkbox", "value": 0, "position": "-391.00;-244.00", "size": "57;25", "children": []}, {"name": null, "role": "AXStaticText", "description": "Font", "role_description": "text", "value": "Font", "position": "-391.00;-244.00", "size": "0;0", "children": []}, {"name": null, "role": "AXPopUpButton", "description": null, "role_description": "pop up button", "value": null, "position": "-391.00;-244.00", "size": "176;34", "children": [{"name": null, "role": "AXPopUpButton", "description": null, "role_description": "pop up button", "value": null, "position": "-391.00;-244.00", "size": "0;0", "children": [{"name": null, "role": "AXMenuItem", "description": null, "role_description": "menu item", "value": null, "position": "-391.00;-244.00", "size": "0;0", "children": [{"name": null, "role": "AXList", "description": "list", "role_description": "list", "value": 0, "position": "-391.00;-244.00", "size": "0;0", "children": [{"name": null, "role": "AXRow", "description": "Underscored", "role_description": "row", "value": 0, "position": "-391.00;-244.00", "size": "0;24", "children": [{"name": null, "role": "AXStaticText", "description": "Underscored", "role_description": "text", "value": 0, "position": "-391.00;-244.00", "size": "0;24", "children": []}]}, {"name": null, "role": "AXRow", "description": "Bold Underscored", "role_description": "row", "value": 0, "position": "-391.00;-244.00", "size": "0;24", "children": [{"name": null, "role": "AXStaticText", "description": "Bold Underscored", "role_description": "text", "value": 0, "position": "-391.00;-244.00", "size": "0;24", "children": []}]}, {"name": null, "role": "AXRow", "description": "Underwaved", "role_description": "row", "value": 0, "position": "-391.00;-244.00", "size": "0;24", "children": [{"name": null, "role": "AXStaticText", "description": "Underwaved", "role_description": "text", "value": 0, "position": "-391.00;-244.00", "size": "0;24", "children": []}]}, {"name": null, "role": "AXRow", "description": "Bordered", "role_description": "row", "value": 0, "position": "-391.00;-244.00", "size": "0;24", "children": [{"name": null, "role": "AXStaticText", "description": "Bordered", "role_description": "text", "value": 0, "position": "-391.00;-244.00", "size": "0;24", "children": []}]}, {"name": null, "role": "AXRow", "description": "Strikeout", "role_description": "row", "value": 0, "position": "-391.00;-244.00", "size": "0;24", "children": [{"name": null, "role": "AXStaticText", "description": "Strikeout", "role_description": "text", "value": 0, "position": "-391.00;-244.00", "size": "0;24", "children": []}]}, {"name": null, "role": "AXRow", "description": "Dotted Line", "role_description": "row", "value": 0, "position": "-391.00;-244.00", "size": "0;24", "children": [{"name": null, "role": "AXStaticText", "description": "Dotted Line", "role_description": "text", "value": 0, "position": "-391.00;-244.00", "size": "0;24", "children": []}]}]}, {"name": null, "role": "AXScrollBar", "description": null, "role_description": "scroll bar", "value": 0, "position": "-391.00;-244.00", "size": "0;0", "children": []}]}]}]}, {"name": null, "role": "AXScrollArea", "description": null, "role_description": "scroll area", "value": 0, "position": "-391.00;-244.00", "size": "705;222", "children": [{"name": null, "role": "AXScrollBar", "description": null, "role_description": "scroll bar", "value": 0, "position": "-391.00;-244.00", "size": "14;220", "children": []}, {"name": null, "role": "AXScrollBar", "description": null, "role_description": "scroll bar", "value": 0, "position": "-391.00;-244.00", "size": "0;0", "children": []}, {"name": null, "role": "AXGroup", "description": "", "role_description": "group", "value": 0, "position": "-391.00;-244.00", "size": "0;0", "children": []}, {"name": null, "role": "AXStaticText", "description": "", "role_description": "text", "value": "", "position": "-391.00;-244.00", "size": "0;0", "children": []}, {"name": null, "role": "AXGroup", "description": null, "role_description": "group", "value": 0, "position": "-391.00;-244.00", "size": "218;594", "children": []}, {"name": null, "role": "AXTextArea", "description": "Editor", "role_description": "text entry area", "value": "Deleted line below\n\nModified line\n\nAdded line\n\nLine with modified whitespaces\n\nAdded line\nLine with modified whitespaces and deletion after\n\nDeleted ignored line below\n\nModified ignored line\n\nAdded ignored line\n\nLine modified in last commit\n\n\n\n", "position": "-391.00;-244.00", "size": "485;594", "children": []}]}, {"name": null, "role": "AXImage", "description": null, "role_description": "image", "value": null, "position": "-391.00;-244.00", "size": "17;6", "children": []}, {"name": null, "role": "AXStaticText", "description": "Scheme:", "role_description": "text", "value": "Scheme:", "position": "-391.00;-244.00", "size": "53;17", "children": []}, {"name": null, "role": "AXPopUpButton", "description": null, "role_description": "pop up button", "value": "Dark Theme default", "position": "-391.00;-244.00", "size": "200;34", "children": [{"name": null, "role": "AXPopUpButton", "description": null, "role_description": "pop up button", "value": null, "position": "-391.00;-244.00", "size": "0;0", "children": []}]}, {"name": null, "role": "AXTextField", "description": null, "role_description": "text field", "value": "", "position": "-391.00;-244.00", "size": "200;34", "children": []}, {"name": null, "role": "AXGroup", "description": "Action Toolbar", "role_description": "group", "value": 0, "position": "-391.00;-244.00", "size": "26;34", "children": [{"name": null, "role": "AXButton", "description": "Show Scheme Actions", "role_description": "button", "value": null, "position": "-391.00;-244.00", "size": "26;24", "children": []}]}, {"name": null, "role": "AXLink", "description": "Change IDE Theme…", "role_description": "link", "value": null, "position": "-391.00;-244.00", "size": "131;17", "children": []}, {"name": null, "role": "AXImage", "description": null, "role_description": "image", "value": null, "position": "-391.00;-244.00", "size": "16;16", "children": []}, {"name": null, "role": "AXStaticText", "description": "", "role_description": "text", "value": "", "position": "-391.00;-244.00", "size": "0;0", "children": []}, {"name": null, "role": "AXScrollArea", "description": null, "role_description": "scroll area", "value": 0, "position": "-391.00;-244.00", "size": "431;238", "children": [{"name": null, "role": "AXScrollBar", "description": null, "role_description": "scroll bar", "value": 0, "position": "-391.00;-244.00", "size": "14;236", "children": []}, {"name": null, "role": "AXScrollBar", "description": null, "role_description": "scroll bar", "value": 0, "position": "-391.00;-244.00", "size": "0;0", "children": []}, {"name": null, "role": "AXOutline", "description": "tree", "role_description": "outline", "value": 0, "position": "-391.00;-244.00", "size": "429;440", "children": [{"name": null, "role": "AXRow", "description": "Braces and Operators", "role_description": "row", "value": 0, "position": "-391.00;-244.00", "size": "141;24", "children": [{"name": null, "role": "AXStaticText", "description": "Braces and Operators", "role_description": "text", "value": 0, "position": "-391.00;-244.00", "size": "141;24", "children": []}]}, {"name": null, "role": "AXRow", "description": "Built-in name", "role_description": "row", "value": 0, "position": "-391.00;-244.00", "size": "88;24", "children": [{"name": null, "role": "AXStaticText", "description": "Built-in name", "role_description": "text", "value": 0, "position": "-391.00;-244.00", "size": "88;24", "children": []}]}, {"name": null, "role": "AXRow", "description": "Class definition", "role_description": "row", "value": 0, "position": "-391.00;-244.00", "size": "101;24", "children": [{"name": null, "role": "AXStaticText", "description": "Class definition", "role_description": "text", "value": 0, "position": "-391.00;-244.00", "size": "101;24", "children": []}]}, {"name": null, "role": "AXRow", "description": "Decorator", "role_description": "row", "value": 0, "position": "-391.00;-244.00", "size": "68;24", "children": [{"name": null, "role": "AXStaticText", "description": "Decorator", "role_description": "text", "value": 0, "position": "-391.00;-244.00", "size": "68;24", "children": []}]}, {"name": null, "role": "AXRow", "description": "Docstring", "role_description": "row", "value": 0, "position": "-391.00;-244.00", "size": "66;24", "children": [{"name": null, "role": "AXStaticText", "description": "Docstring", "role_description": "text", "value": 0, "position": "-391.00;-244.00", "size": "66;24", "children": []}]}, {"name": null, "role": "AXRow", "description": "Functions", "role_description": "row", "value": 0, "position": "-391.00;-244.00", "size": "67;24", "children": [{"name": null, "role": "AXStaticText", "description": "Functions", "role_description": "text", "value": 0, "position": "-391.00;-244.00", "size": "67;24", "children": []}]}, {"name": null, "role": "AXRow", "description": "Keyword", "role_description": "row", "value": 0, "position": "-391.00;-244.00", "size": "61;24", "children": [{"name": null, "role": "AXStaticText", "description": "Keyword", "role_description": "text", "value": 0, "position": "-391.00;-244.00", "size": "61;24", "children": []}]}, {"name": null, "role": "AXRow", "description": "Keyword argument", "role_description": "row", "value": 0, "position": "-391.00;-244.00", "size": "124;24", "children": [{"name": null, "role": "AXStaticText", "description": "Keyword argument", "role_description": "text", "value": 0, "position": "-391.00;-244.00", "size": "124;24", "children": []}]}, {"name": null, "role": "AXRow", "description": "Line comment", "role_description": "row", "value": 0, "position": "-391.00;-244.00", "size": "93;24", "children": [{"name": null, "role": "AXStaticText", "description": "Line comment", "role_description": "text", "value": 0, "position": "-391.00;-244.00", "size": "93;24", "children": []}]}, {"name": null, "role": "AXRow", "description": "Local variables", "role_description": "row", "value": 0, "position": "-391.00;-244.00", "size": "98;24", "children": [{"name": null, "role": "AXStaticText", "description": "Local variables", "role_description": "text", "value": 0, "position": "-391.00;-244.00", "size": "98;24", "children": []}]}, {"name": null, "role": "AXRow", "description": "Number", "role_description": "row", "value": 0, "position": "-391.00;-244.00", "size": "56;24", "children": [{"name": null, "role": "AXStaticText", "description": "Number", "role_description": "text", "value": 0, "position": "-391.00;-244.00", "size": "56;24", "children": []}]}, {"name": null, "role": "AXRow", "description": "Parameters", "role_description": "row", "value": 0, "position": "-391.00;-244.00", "size": "77;24", "children": [{"name": null, "role": "AXStaticText", "description": "Parameters", "role_description": "text", "value": 0, "position": "-391.00;-244.00", "size": "77;24", "children": []}]}, {"name": null, "role": "AXRow", "description": "Semantic highlighting", "role_description": "row", "value": 0, "position": "-391.00;-244.00", "size": "139;24", "children": [{"name": null, "role": "AXStaticText", "description": "Semantic highlighting", "role_description": "text", "value": 0, "position": "-391.00;-244.00", "size": "139;24", "children": []}]}, {"name": null, "role": "AXRow", "description": "Special names", "role_description": "row", "value": 0, "position": "-391.00;-244.00", "size": "95;24", "children": [{"name": null, "role": "AXStaticText", "description": "Special names", "role_description": "text", "value": 0, "position": "-391.00;-244.00", "size": "95;24", "children": []}]}, {"name": null, "role": "AXRow", "description": "String", "role_description": "row", "value": 0, "position": "-391.00;-244.00", "size": "43;24", "children": [{"name": null, "role": "AXStaticText", "description": "String", "role_description": "text", "value": 0, "position": "-391.00;-244.00", "size": "43;24", "children": []}]}, {"name": null, "role": "AXRow", "description": "Type annotation", "role_description": "row", "value": 0, "position": "-391.00;-244.00", "size": "107;24", "children": [{"name": null, "role": "AXStaticText", "description": "Type annotation", "role_description": "text", "value": 0, "position": "-391.00;-244.00", "size": "107;24", "children": []}]}, {"name": null, "role": "AXRow", "description": "Type parameters", "role_description": "row", "value": 0, "position": "-391.00;-244.00", "size": "111;24", "children": [{"name": null, "role": "AXStaticText", "description": "Type parameters", "role_description": "text", "value": 0, "position": "-391.00;-244.00", "size": "111;24", "children": []}]}]}]}, {"name": null, "role": "AXGroup", "description": "", "role_description": "group", "value": 0, "position": "-391.00;-244.00", "size": "40;34", "children": []}, {"name": null, "role": "AXScrollArea", "description": null, "role_description": "scroll area", "value": 0, "position": "-391.00;-244.00", "size": "705;283", "children": [{"name": null, "role": "AXScrollBar", "description": null, "role_description": "scroll bar", "value": 0, "position": "-391.00;-244.00", "size": "18;281", "children": [{"name": null, "role": "AXButton", "description": "", "role_description": "button", "value": null, "position": "-391.00;-244.00", "size": "18;0", "children": []}, {"name": null, "role": "AXButton", "description": "", "role_description": "button", "value": null, "position": "-391.00;-244.00", "size": "18;0", "children": []}]}, {"name": null, "role": "AXScrollBar", "description": null, "role_description": "scroll bar", "value": 0, "position": "-391.00;-244.00", "size": "0;0", "children": []}, {"name": null, "role": "AXGroup", "description": "", "role_description": "group", "value": 0, "position": "-391.00;-244.00", "size": "0;0", "children": []}, {"name": null, "role": "AXStaticText", "description": "", "role_description": "text", "value": "", "position": "-391.00;-244.00", "size": "0;0", "children": []}, {"name": null, "role": "AXGroup", "description": null, "role_description": "group", "value": 0, "position": "-391.00;-244.00", "size": "11;726", "children": []}, {"name": null, "role": "AXTextArea", "description": "Editor", "role_description": "text entry area", "value": "@decorator(param=1)\ndef f(x):\n    \"\"\"\n    Syntax Highlighting Demo\n    @param x Parameter\n\n    Semantic highlighting:\n    Generated spectrum to pick colors for local variables and parameters:\n     Color#1 SC1.1 SC1.2 SC1.3 SC1.4 Color#2 SC2.1 SC2.2 SC2.3 SC2.4 Color#3\n     Color#3 SC3.1 SC3.2 SC3.3 SC3.4 Color#4 SC4.1 SC4.2 SC4.3 SC4.4 Color#5\n    \"\"\"\n\n    def nested_func(y):\n        print(y + 1)\n\n    s = (\"Test\", 2+3, {'a': 'b'}, f'{x!s:{\"^10\"}}')   # Comment\n    f(s[0].lower())\n    nested_func(42)\n\nclass Foo:\n    tags: List[str]\n\n    def __init__(self: Foo):\n        byte_string: bytes = b'newline:\\n also newline:\\x0a'\n        text_string = u\"Cyrillic Я is \\u042f. Oops: \\u042g\"\n        self.make_sense(whatever=1)\n    \n    def make_sense[T](self, whatever: T):\n        self.sense = whatever\n\nx = len('abc')\ntype my_int< = int\nprint(f.__doc__)", "position": "-391.00;-244.00", "size": "692;726", "children": []}]}, {"name": null, "role": "AXImage", "description": null, "role_description": "image", "value": null, "position": "-391.00;-244.00", "size": "17;6", "children": []}, {"name": null, "role": "AXStaticText", "description": "Scheme:", "role_description": "text", "value": "Scheme:", "position": "-391.00;-244.00", "size": "53;17", "children": []}, {"name": null, "role": "AXPopUpButton", "description": null, "role_description": "pop up button", "value": "Dark Theme default", "position": "-391.00;-244.00", "size": "200;34", "children": [{"name": null, "role": "AXPopUpButton", "description": null, "role_description": "pop up button", "value": null, "position": "-391.00;-244.00", "size": "0;0", "children": []}]}, {"name": null, "role": "AXTextField", "description": null, "role_description": "text field", "value": "", "position": "-391.00;-244.00", "size": "200;34", "children": []}, {"name": null, "role": "AXGroup", "description": "Action Toolbar", "role_description": "group", "value": 0, "position": "-391.00;-244.00", "size": "26;34", "children": [{"name": null, "role": "AXButton", "description": "Show Scheme Actions", "role_description": "button", "value": null, "position": "-391.00;-244.00", "size": "26;24", "children": []}]}, {"name": null, "role": "AXLink", "description": "Change IDE Theme…", "role_description": "link", "value": null, "position": "-391.00;-244.00", "size": "131;17", "children": []}, {"name": null, "role": "AXImage", "description": null, "role_description": "image", "value": null, "position": "-391.00;-244.00", "size": "16;16", "children": []}, {"name": null, "role": "AXStaticText", "description": "", "role_description": "text", "value": "", "position": "-391.00;-244.00", "size": "0;0", "children": []}, {"name": null, "role": "AXScrollArea", "description": null, "role_description": "scroll area", "value": 0, "position": "-391.00;-244.00", "size": "431;238", "children": [{"name": null, "role": "AXScrollBar", "description": null, "role_description": "scroll bar", "value": 0, "position": "-391.00;-244.00", "size": "14;236", "children": []}, {"name": null, "role": "AXScrollBar", "description": null, "role_description": "scroll bar", "value": 0, "position": "-391.00;-244.00", "size": "0;0", "children": []}, {"name": null, "role": "AXOutline", "description": "tree", "role_description": "outline", "value": 0, "position": "-391.00;-244.00", "size": "429;344", "children": [{"name": null, "role": "AXRow", "description": "Brace", "role_description": "row", "value": 0, "position": "-391.00;-244.00", "size": "42;24", "children": [{"name": null, "role": "AXStaticText", "description": "Brace", "role_description": "text", "value": 0, "position": "-391.00;-244.00", "size": "42;24", "children": []}]}, {"name": null, "role": "AXRow", "description": "Bracket", "role_description": "row", "value": 0, "position": "-391.00;-244.00", "size": "54;24", "children": [{"name": null, "role": "AXStaticText", "description": "Bracket", "role_description": "text", "value": 0, "position": "-391.00;-244.00", "size": "54;24", "children": []}]}, {"name": null, "role": "AXRow", "description": "Comma", "role_description": "row", "value": 0, "position": "-391.00;-244.00", "size": "54;24", "children": [{"name": null, "role": "AXStaticText", "description": "Comma", "role_description": "text", "value": 0, "position": "-391.00;-244.00", "size": "54;24", "children": []}]}, {"name": null, "role": "AXRow", "description": "Comment", "role_description": "row", "value": 0, "position": "-391.00;-244.00", "size": "66;24", "children": [{"name": null, "role": "AXStaticText", "description": "Comment", "role_description": "text", "value": 0, "position": "-391.00;-244.00", "size": "66;24", "children": []}]}, {"name": null, "role": "AXRow", "description": "Identifier", "role_description": "row", "value": 0, "position": "-391.00;-244.00", "size": "61;24", "children": [{"name": null, "role": "AXStaticText", "description": "Identifier", "role_description": "text", "value": 0, "position": "-391.00;-244.00", "size": "61;24", "children": []}]}, {"name": null, "role": "AXRow", "description": "Invalid char escape", "role_description": "row", "value": 0, "position": "-391.00;-244.00", "size": "125;24", "children": [{"name": null, "role": "AXStaticText", "description": "Invalid char escape", "role_description": "text", "value": 0, "position": "-391.00;-244.00", "size": "125;24", "children": []}]}, {"name": null, "role": "AXRow", "description": "Pattern", "role_description": "row", "value": 0, "position": "-391.00;-244.00", "size": "52;24", "children": [{"name": null, "role": "AXStaticText", "description": "Pattern", "role_description": "text", "value": 0, "position": "-391.00;-244.00", "size": "52;24", "children": []}]}, {"name": null, "role": "AXRow", "description": "Property key", "role_description": "row", "value": 0, "position": "-391.00;-244.00", "size": "85;24", "children": [{"name": null, "role": "AXStaticText", "description": "Property key", "role_description": "text", "value": 0, "position": "-391.00;-244.00", "size": "85;24", "children": []}]}, {"name": null, "role": "AXRow", "description": "Property value", "role_description": "row", "value": 0, "position": "-391.00;-244.00", "size": "96;24", "children": [{"name": null, "role": "AXStaticText", "description": "Property value", "role_description": "text", "value": 0, "position": "-391.00;-244.00", "size": "96;24", "children": []}]}, {"name": null, "role": "AXRow", "description": "Qualified key part", "role_description": "row", "value": 0, "position": "-391.00;-244.00", "size": "115;24", "children": [{"name": null, "role": "AXStaticText", "description": "Qualified key part", "role_description": "text", "value": 0, "position": "-391.00;-244.00", "size": "115;24", "children": []}]}, {"name": null, "role": "AXRow", "description": "Separator", "role_description": "row", "value": 0, "position": "-391.00;-244.00", "size": "67;24", "children": [{"name": null, "role": "AXStaticText", "description": "Separator", "role_description": "text", "value": 0, "position": "-391.00;-244.00", "size": "67;24", "children": []}]}, {"name": null, "role": "AXRow", "description": "Special symbol", "role_description": "row", "value": 0, "position": "-391.00;-244.00", "size": "99;24", "children": [{"name": null, "role": "AXStaticText", "description": "Special symbol", "role_description": "text", "value": 0, "position": "-391.00;-244.00", "size": "99;24", "children": []}]}, {"name": null, "role": "AXRow", "description": "Valid char escape", "role_description": "row", "value": 0, "position": "-391.00;-244.00", "size": "116;24", "children": [{"name": null, "role": "AXStaticText", "description": "Valid char escape", "role_description": "text", "value": 0, "position": "-391.00;-244.00", "size": "116;24", "children": []}]}]}]}, {"name": null, "role": "AXGroup", "description": "", "role_description": "group", "value": 0, "position": "-391.00;-244.00", "size": "40;34", "children": []}, {"name": null, "role": "AXScrollArea", "description": null, "role_description": "scroll area", "value": 0, "position": "-391.00;-244.00", "size": "705;283", "children": [{"name": null, "role": "AXScrollBar", "description": null, "role_description": "scroll bar", "value": 0, "position": "-391.00;-244.00", "size": "18;281", "children": [{"name": null, "role": "AXButton", "description": "", "role_description": "button", "value": null, "position": "-391.00;-244.00", "size": "18;0", "children": []}, {"name": null, "role": "AXButton", "description": "", "role_description": "button", "value": null, "position": "-391.00;-244.00", "size": "18;0", "children": []}]}, {"name": null, "role": "AXScrollBar", "description": null, "role_description": "scroll bar", "value": 0, "position": "-391.00;-244.00", "size": "0;0", "children": []}, {"name": null, "role": "AXGroup", "description": "", "role_description": "group", "value": 0, "position": "-391.00;-244.00", "size": "0;0", "children": []}, {"name": null, "role": "AXStaticText", "description": "", "role_description": "text", "value": "", "position": "-391.00;-244.00", "size": "0;0", "children": []}, {"name": null, "role": "AXGroup", "description": null, "role_description": "group", "value": 0, "position": "-391.00;-244.00", "size": "11;506", "children": []}, {"name": null, "role": "AXTextArea", "description": "Editor", "role_description": "text entry area", "value": "root = true\n\n# this is a comment\n\nunexpected_symbol\n\n[*.java] ; this is comment, too\nkey = value1, value2:value3\n\n# some special symbols\n[[!abcdef]?{*.kt, *.kts}]\nkey = other-value\n\n# valid escapes\n[\\#\\*\\\\]\n\n# invalid escapes\n[\\JetBrains]\ngreat = true\n\n# .NET keys\ndotnet_naming_rule.my_rule.severity = warning\n", "position": "-391.00;-244.00", "size": "692;506", "children": []}]}, {"name": null, "role": "AXImage", "description": null, "role_description": "image", "value": null, "position": "-391.00;-244.00", "size": "17;6", "children": []}, {"name": null, "role": "AXStaticText", "description": "Scheme:", "role_description": "text", "value": "Scheme:", "position": "-391.00;-244.00", "size": "53;17", "children": []}, {"name": null, "role": "AXPopUpButton", "description": null, "role_description": "pop up button", "value": "Dark Theme default", "position": "-391.00;-244.00", "size": "200;34", "children": [{"name": null, "role": "AXPopUpButton", "description": null, "role_description": "pop up button", "value": null, "position": "-391.00;-244.00", "size": "0;0", "children": []}]}, {"name": null, "role": "AXTextField", "description": null, "role_description": "text field", "value": "", "position": "-391.00;-244.00", "size": "200;34", "children": []}, {"name": null, "role": "AXGroup", "description": "Action Toolbar", "role_description": "group", "value": 0, "position": "-391.00;-244.00", "size": "26;34", "children": [{"name": null, "role": "AXButton", "description": "Show Scheme Actions", "role_description": "button", "value": null, "position": "-391.00;-244.00", "size": "26;24", "children": []}]}, {"name": null, "role": "AXLink", "description": "Change IDE Theme…", "role_description": "link", "value": null, "position": "-391.00;-244.00", "size": "131;17", "children": []}, {"name": null, "role": "AXImage", "description": null, "role_description": "image", "value": null, "position": "-391.00;-244.00", "size": "16;16", "children": []}, {"name": null, "role": "AXStaticText", "description": "", "role_description": "text", "value": "", "position": "-391.00;-244.00", "size": "0;0", "children": []}, {"name": null, "role": "AXScrollArea", "description": null, "role_description": "scroll area", "value": 0, "position": "-391.00;-244.00", "size": "431;238", "children": [{"name": null, "role": "AXScrollBar", "description": null, "role_description": "scroll bar", "value": 0, "position": "-391.00;-244.00", "size": "14;236", "children": []}, {"name": null, "role": "AXScrollBar", "description": null, "role_description": "scroll bar", "value": 0, "position": "-391.00;-244.00", "size": "0;0", "children": []}, {"name": null, "role": "AXOutline", "description": "tree", "role_description": "outline", "value": 0, "position": "-391.00;-244.00", "size": "429;392", "children": [{"name": null, "role": "AXRow", "description": "Attribute name", "role_description": "row", "value": 0, "position": "-391.00;-244.00", "size": "98;24", "children": [{"name": null, "role": "AXStaticText", "description": "Attribute name", "role_description": "text", "value": 0, "position": "-391.00;-244.00", "size": "98;24", "children": []}]}, {"name": null, "role": "AXRow", "description": "Attribute value", "role_description": "row", "value": 0, "position": "-391.00;-244.00", "size": "97;24", "children": [{"name": null, "role": "AXStaticText", "description": "Attribute value", "role_description": "text", "value": 0, "position": "-391.00;-244.00", "size": "97;24", "children": []}]}, {"name": null, "role": "AXRow", "description": "Comment", "role_description": "row", "value": 0, "position": "-391.00;-244.00", "size": "66;24", "children": [{"name": null, "role": "AXStaticText", "description": "Comment", "role_description": "text", "value": 0, "position": "-391.00;-244.00", "size": "66;24", "children": []}]}, {"name": null, "role": "AXRow", "description": "Custom Tag Name", "role_description": "row", "value": 0, "position": "-391.00;-244.00", "size": "121;24", "children": [{"name": null, "role": "AXStaticText", "description": "Custom Tag Name", "role_description": "text", "value": 0, "position": "-391.00;-244.00", "size": "121;24", "children": []}]}, {"name": null, "role": "AXRow", "description": "Entity reference", "role_description": "row", "value": 0, "position": "-391.00;-244.00", "size": "105;24", "children": [{"name": null, "role": "AXStaticText", "description": "Entity reference", "role_description": "text", "value": 0, "position": "-391.00;-244.00", "size": "105;24", "children": []}]}, {"name": null, "role": "AXRow", "description": "HTML code", "role_description": "row", "value": 0, "position": "-391.00;-244.00", "size": "78;24", "children": [{"name": null, "role": "AXStaticText", "description": "HTML code", "role_description": "text", "value": 0, "position": "-391.00;-244.00", "size": "78;24", "children": []}]}, {"name": null, "role": "AXRow", "description": "Injected Language Fragment", "role_description": "row", "value": 0, "position": "-391.00;-244.00", "size": "183;24", "children": [{"name": null, "role": "AXStaticText", "description": "Injected Language Fragment", "role_description": "text", "value": 0, "position": "-391.00;-244.00", "size": "183;24", "children": []}]}, {"name": null, "role": "AXRow", "description": "Tag", "role_description": "row", "value": 0, "position": "-391.00;-244.00", "size": "30;24", "children": [{"name": null, "role": "AXStaticText", "description": "Tag", "role_description": "text", "value": 0, "position": "-391.00;-244.00", "size": "30;24", "children": []}]}, {"name": null, "role": "AXRow", "description": "Tag name", "role_description": "row", "value": 0, "position": "-391.00;-244.00", "size": "68;24", "children": [{"name": null, "role": "AXStaticText", "description": "Tag name", "role_description": "text", "value": 0, "position": "-391.00;-244.00", "size": "68;24", "children": []}]}, {"name": null, "role": "AXRow", "description": "Tag tree (level 1)", "role_description": "row", "value": 0, "position": "-391.00;-244.00", "size": "110;24", "children": [{"name": null, "role": "AXStaticText", "description": "Tag tree (level 1)", "role_description": "text", "value": 0, "position": "-391.00;-244.00", "size": "110;24", "children": []}]}, {"name": null, "role": "AXRow", "description": "Tag tree (level 2)", "role_description": "row", "value": 0, "position": "-391.00;-244.00", "size": "112;24", "children": [{"name": null, "role": "AXStaticText", "description": "Tag tree (level 2)", "role_description": "text", "value": 0, "position": "-391.00;-244.00", "size": "112;24", "children": []}]}, {"name": null, "role": "AXRow", "description": "Tag tree (level 3)", "role_description": "row", "value": 0, "position": "-391.00;-244.00", "size": "112;24", "children": [{"name": null, "role": "AXStaticText", "description": "Tag tree (level 3)", "role_description": "text", "value": 0, "position": "-391.00;-244.00", "size": "112;24", "children": []}]}, {"name": null, "role": "AXRow", "description": "Tag tree (level 4)", "role_description": "row", "value": 0, "position": "-391.00;-244.00", "size": "112;24", "children": [{"name": null, "role": "AXStaticText", "description": "Tag tree (level 4)", "role_description": "text", "value": 0, "position": "-391.00;-244.00", "size": "112;24", "children": []}]}, {"name": null, "role": "AXRow", "description": "Tag tree (level 5)", "role_description": "row", "value": 0, "position": "-391.00;-244.00", "size": "112;24", "children": [{"name": null, "role": "AXStaticText", "description": "Tag tree (level 5)", "role_description": "text", "value": 0, "position": "-391.00;-244.00", "size": "112;24", "children": []}]}, {"name": null, "role": "AXRow", "description": "Tag tree (level 6)", "role_description": "row", "value": 0, "position": "-391.00;-244.00", "size": "112;24", "children": [{"name": null, "role": "AXStaticText", "description": "Tag tree (level 6)", "role_description": "text", "value": 0, "position": "-391.00;-244.00", "size": "112;24", "children": []}]}]}]}, {"name": null, "role": "AXGroup", "description": "", "role_description": "group", "value": 0, "position": "-391.00;-244.00", "size": "40;34", "children": []}, {"name": null, "role": "AXScrollArea", "description": null, "role_description": "scroll area", "value": 0, "position": "-391.00;-244.00", "size": "705;283", "children": [{"name": null, "role": "AXScrollBar", "description": null, "role_description": "scroll bar", "value": 0, "position": "-391.00;-244.00", "size": "18;281", "children": [{"name": null, "role": "AXButton", "description": "", "role_description": "button", "value": null, "position": "-391.00;-244.00", "size": "18;0", "children": []}, {"name": null, "role": "AXButton", "description": "", "role_description": "button", "value": null, "position": "-391.00;-244.00", "size": "18;0", "children": []}]}, {"name": null, "role": "AXScrollBar", "description": null, "role_description": "scroll bar", "value": 0, "position": "-391.00;-244.00", "size": "0;0", "children": []}, {"name": null, "role": "AXGroup", "description": "", "role_description": "group", "value": 0, "position": "-391.00;-244.00", "size": "0;0", "children": []}, {"name": null, "role": "AXStaticText", "description": "", "role_description": "text", "value": "", "position": "-391.00;-244.00", "size": "0;0", "children": []}, {"name": null, "role": "AXGroup", "description": null, "role_description": "group", "value": 0, "position": "-391.00;-244.00", "size": "11;330", "children": []}, {"name": null, "role": "AXTextArea", "description": "Editor", "role_description": "text entry area", "value": "<!DOCTYPE HTML PUBLIC \"-//W3C//DTD HTML 3.2//EN\">\n<!--\n*        Sample comment\n-->\n<HTML>\n<head>\n<title>PyCharm</title>\n</head>\n<body>\n<h1>PyCharm</h1>\n<p><br><b><IMG border=0 height=12 src=\"images/hg.gif\" width=18 >\nWhat is PyCharm? &#x00B7; &Alpha; </b><br><br>\n<custom-tag>hello</custom_tag>\n</body>\n</html>", "position": "-391.00;-244.00", "size": "692;330", "children": []}]}, {"name": null, "role": "AXImage", "description": null, "role_description": "image", "value": null, "position": "-391.00;-244.00", "size": "17;6", "children": []}, {"name": null, "role": "AXStaticText", "description": "Scheme:", "role_description": "text", "value": "Scheme:", "position": "-391.00;-244.00", "size": "53;17", "children": []}, {"name": null, "role": "AXPopUpButton", "description": null, "role_description": "pop up button", "value": "Dark Theme default", "position": "-391.00;-244.00", "size": "200;34", "children": [{"name": null, "role": "AXPopUpButton", "description": null, "role_description": "pop up button", "value": null, "position": "-391.00;-244.00", "size": "0;0", "children": []}]}, {"name": null, "role": "AXTextField", "description": null, "role_description": "text field", "value": "", "position": "-391.00;-244.00", "size": "200;34", "children": []}, {"name": null, "role": "AXGroup", "description": "Action Toolbar", "role_description": "group", "value": 0, "position": "-391.00;-244.00", "size": "26;34", "children": [{"name": null, "role": "AXButton", "description": "Show Scheme Actions", "role_description": "button", "value": null, "position": "-391.00;-244.00", "size": "26;24", "children": []}]}, {"name": null, "role": "AXLink", "description": "Change IDE Theme…", "role_description": "link", "value": null, "position": "-391.00;-244.00", "size": "131;17", "children": []}, {"name": null, "role": "AXImage", "description": null, "role_description": "image", "value": null, "position": "-391.00;-244.00", "size": "16;16", "children": []}, {"name": null, "role": "AXStaticText", "description": "", "role_description": "text", "value": "", "position": "-391.00;-244.00", "size": "0;0", "children": []}, {"name": null, "role": "AXScrollArea", "description": null, "role_description": "scroll area", "value": 0, "position": "-391.00;-244.00", "size": "431;238", "children": [{"name": null, "role": "AXScrollBar", "description": null, "role_description": "scroll bar", "value": 0, "position": "-391.00;-244.00", "size": "14;236", "children": []}, {"name": null, "role": "AXScrollBar", "description": null, "role_description": "scroll bar", "value": 0, "position": "-391.00;-244.00", "size": "0;0", "children": []}, {"name": null, "role": "AXOutline", "description": "tree", "role_description": "outline", "value": 0, "position": "-391.00;-244.00", "size": "429;368", "children": [{"name": null, "role": "AXRow", "description": "Block comment", "role_description": "row", "value": 0, "position": "-391.00;-244.00", "size": "101;24", "children": [{"name": null, "role": "AXStaticText", "description": "Block comment", "role_description": "text", "value": 0, "position": "-391.00;-244.00", "size": "101;24", "children": []}]}, {"name": null, "role": "AXRow", "description": "Braces", "role_description": "row", "value": 0, "position": "-391.00;-244.00", "size": "49;24", "children": [{"name": null, "role": "AXStaticText", "description": "Braces", "role_description": "text", "value": 0, "position": "-391.00;-244.00", "size": "49;24", "children": []}]}, {"name": null, "role": "AXRow", "description": "Brackets", "role_description": "row", "value": 0, "position": "-391.00;-244.00", "size": "61;24", "children": [{"name": null, "role": "AXStaticText", "description": "Brackets", "role_description": "text", "value": 0, "position": "-391.00;-244.00", "size": "61;24", "children": []}]}, {"name": null, "role": "AXRow", "description": "Colon", "role_description": "row", "value": 0, "position": "-391.00;-244.00", "size": "42;24", "children": [{"name": null, "role": "AXStaticText", "description": "Colon", "role_description": "text", "value": 0, "position": "-391.00;-244.00", "size": "42;24", "children": []}]}, {"name": null, "role": "AXRow", "description": "Comma", "role_description": "row", "value": 0, "position": "-391.00;-244.00", "size": "54;24", "children": [{"name": null, "role": "AXStaticText", "description": "Comma", "role_description": "text", "value": 0, "position": "-391.00;-244.00", "size": "54;24", "children": []}]}, {"name": null, "role": "AXRow", "description": "Invalid escape sequence", "role_description": "row", "value": 0, "position": "-391.00;-244.00", "size": "158;24", "children": [{"name": null, "role": "AXStaticText", "description": "Invalid escape sequence", "role_description": "text", "value": 0, "position": "-391.00;-244.00", "size": "158;24", "children": []}]}, {"name": null, "role": "AXRow", "description": "Keyword", "role_description": "row", "value": 0, "position": "-391.00;-244.00", "size": "61;24", "children": [{"name": null, "role": "AXStaticText", "description": "Keyword", "role_description": "text", "value": 0, "position": "-391.00;-244.00", "size": "61;24", "children": []}]}, {"name": null, "role": "AXRow", "description": "Line comment", "role_description": "row", "value": 0, "position": "-391.00;-244.00", "size": "93;24", "children": [{"name": null, "role": "AXStaticText", "description": "Line comment", "role_description": "text", "value": 0, "position": "-391.00;-244.00", "size": "93;24", "children": []}]}, {"name": null, "role": "AXRow", "description": "Number", "role_description": "row", "value": 0, "position": "-391.00;-244.00", "size": "56;24", "children": [{"name": null, "role": "AXStaticText", "description": "Number", "role_description": "text", "value": 0, "position": "-391.00;-244.00", "size": "56;24", "children": []}]}, {"name": null, "role": "AXRow", "description": "Parameter", "role_description": "row", "value": 0, "position": "-391.00;-244.00", "size": "70;24", "children": [{"name": null, "role": "AXStaticText", "description": "Parameter", "role_description": "text", "value": 0, "position": "-391.00;-244.00", "size": "70;24", "children": []}]}, {"name": null, "role": "AXRow", "description": "Property key", "role_description": "row", "value": 0, "position": "-391.00;-244.00", "size": "85;24", "children": [{"name": null, "role": "AXStaticText", "description": "Property key", "role_description": "text", "value": 0, "position": "-391.00;-244.00", "size": "85;24", "children": []}]}, {"name": null, "role": "AXRow", "description": "Semantic highlighting", "role_description": "row", "value": 0, "position": "-391.00;-244.00", "size": "139;24", "children": [{"name": null, "role": "AXStaticText", "description": "Semantic highlighting", "role_description": "text", "value": 0, "position": "-391.00;-244.00", "size": "139;24", "children": []}]}, {"name": null, "role": "AXRow", "description": "String", "role_description": "row", "value": 0, "position": "-391.00;-244.00", "size": "43;24", "children": [{"name": null, "role": "AXStaticText", "description": "String", "role_description": "text", "value": 0, "position": "-391.00;-244.00", "size": "43;24", "children": []}]}, {"name": null, "role": "AXRow", "description": "Valid escape sequence", "role_description": "row", "value": 0, "position": "-391.00;-244.00", "size": "148;24", "children": [{"name": null, "role": "AXStaticText", "description": "Valid escape sequence", "role_description": "text", "value": 0, "position": "-391.00;-244.00", "size": "148;24", "children": []}]}]}]}, {"name": null, "role": "AXGroup", "description": "", "role_description": "group", "value": 0, "position": "-391.00;-244.00", "size": "40;34", "children": []}, {"name": null, "role": "AXScrollArea", "description": null, "role_description": "scroll area", "value": 0, "position": "-391.00;-244.00", "size": "705;283", "children": [{"name": null, "role": "AXScrollBar", "description": null, "role_description": "scroll bar", "value": 0, "position": "-391.00;-244.00", "size": "18;281", "children": [{"name": null, "role": "AXButton", "description": "", "role_description": "button", "value": null, "position": "-391.00;-244.00", "size": "18;0", "children": []}, {"name": null, "role": "AXButton", "description": "", "role_description": "button", "value": null, "position": "-391.00;-244.00", "size": "18;0", "children": []}]}, {"name": null, "role": "AXScrollBar", "description": null, "role_description": "scroll bar", "value": 0, "position": "-391.00;-244.00", "size": "0;0", "children": []}, {"name": null, "role": "AXGroup", "description": "", "role_description": "group", "value": 0, "position": "-391.00;-244.00", "size": "0;0", "children": []}, {"name": null, "role": "AXStaticText", "description": "", "role_description": "text", "value": "", "position": "-391.00;-244.00", "size": "0;0", "children": []}, {"name": null, "role": "AXGroup", "description": null, "role_description": "group", "value": 0, "position": "-391.00;-244.00", "size": "11;330", "children": []}, {"name": null, "role": "AXTextArea", "description": "Editor", "role_description": "text entry area", "value": "{\n  // Line comments are not included in standard but nonetheless allowed.\n  /* As well as block comments. */\n  \"the only keywords are\": [true, false, null],\n  \"strings with\": {\n    \"no escapes\": \"pseudopolinomiality\"\n    \"valid escapes\": \"C-style\\r\\n and unicode\\u0021\",\n    \"illegal escapes\": \"\\0377\\x\\\"\n  },\n  \"some numbers\": [\n    42,\n    -0.0e-0,\n    6.626e-34\n  ] \n}", "position": "-391.00;-244.00", "size": "692;330", "children": []}]}, {"name": null, "role": "AXImage", "description": null, "role_description": "image", "value": null, "position": "-391.00;-244.00", "size": "17;6", "children": []}, {"name": null, "role": "AXStaticText", "description": "Scheme:", "role_description": "text", "value": "Scheme:", "position": "-391.00;-244.00", "size": "53;17", "children": []}, {"name": null, "role": "AXPopUpButton", "description": null, "role_description": "pop up button", "value": "Dark Theme default", "position": "-391.00;-244.00", "size": "200;34", "children": [{"name": null, "role": "AXPopUpButton", "description": null, "role_description": "pop up button", "value": null, "position": "-391.00;-244.00", "size": "0;0", "children": []}]}, {"name": null, "role": "AXTextField", "description": null, "role_description": "text field", "value": "", "position": "-391.00;-244.00", "size": "200;34", "children": []}, {"name": null, "role": "AXGroup", "description": "Action Toolbar", "role_description": "group", "value": 0, "position": "-391.00;-244.00", "size": "26;34", "children": [{"name": null, "role": "AXButton", "description": "Show Scheme Actions", "role_description": "button", "value": null, "position": "-391.00;-244.00", "size": "26;24", "children": []}]}, {"name": null, "role": "AXLink", "description": "Change IDE Theme…", "role_description": "link", "value": null, "position": "-391.00;-244.00", "size": "131;17", "children": []}, {"name": null, "role": "AXImage", "description": null, "role_description": "image", "value": null, "position": "-391.00;-244.00", "size": "16;16", "children": []}, {"name": null, "role": "AXStaticText", "description": "", "role_description": "text", "value": "", "position": "-391.00;-244.00", "size": "0;0", "children": []}, {"name": null, "role": "AXScrollArea", "description": null, "role_description": "scroll area", "value": 0, "position": "-391.00;-244.00", "size": "431;238", "children": [{"name": null, "role": "AXScrollBar", "description": null, "role_description": "scroll bar", "value": 0, "position": "-391.00;-244.00", "size": "14;236", "children": []}, {"name": null, "role": "AXScrollBar", "description": null, "role_description": "scroll bar", "value": 0, "position": "-391.00;-244.00", "size": "0;0", "children": []}, {"name": null, "role": "AXOutline", "description": "tree", "role_description": "outline", "value": 0, "position": "-391.00;-244.00", "size": "429;296", "children": [{"name": null, "role": "AXRow", "description": "Blockquote", "role_description": "row", "value": 0, "position": "-391.00;-244.00", "size": "76;24", "children": [{"name": null, "role": "AXStaticText", "description": "Blockquote", "role_description": "text", "value": 0, "position": "-391.00;-244.00", "size": "76;24", "children": []}]}, {"name": null, "role": "AXRow", "description": "Code", "role_description": "row", "value": 0, "position": "-391.00;-244.00", "size": "39;24", "children": [{"name": null, "role": "AXStaticText", "description": "Code", "role_description": "text", "value": 0, "position": "-391.00;-244.00", "size": "39;24", "children": []}]}, {"name": null, "role": "AXRow", "description": "Definition list", "role_description": "row", "value": 0, "position": "-391.00;-244.00", "size": "86;24", "children": [{"name": null, "role": "AXStaticText", "description": "Definition list", "role_description": "text", "value": 0, "position": "-391.00;-244.00", "size": "86;24", "children": []}]}, {"name": null, "role": "AXRow", "description": "Header", "role_description": "row", "value": 0, "position": "-391.00;-244.00", "size": "52;24", "children": [{"name": null, "role": "AXStaticText", "description": "Header", "role_description": "text", "value": 0, "position": "-391.00;-244.00", "size": "52;24", "children": []}]}, {"name": null, "role": "AXRow", "description": "Horizontal rule", "role_description": "row", "value": 0, "position": "-391.00;-244.00", "size": "96;24", "children": [{"name": null, "role": "AXStaticText", "description": "Horizontal rule", "role_description": "text", "value": 0, "position": "-391.00;-244.00", "size": "96;24", "children": []}]}, {"name": null, "role": "AXRow", "description": "HTML", "role_description": "row", "value": 0, "position": "-391.00;-244.00", "size": "43;24", "children": [{"name": null, "role": "AXStaticText", "description": "HTML", "role_description": "text", "value": 0, "position": "-391.00;-244.00", "size": "43;24", "children": []}]}, {"name": null, "role": "AXRow", "description": "Links", "role_description": "row", "value": 0, "position": "-391.00;-244.00", "size": "38;24", "children": [{"name": null, "role": "AXStaticText", "description": "Links", "role_description": "text", "value": 0, "position": "-391.00;-244.00", "size": "38;24", "children": []}]}, {"name": null, "role": "AXRow", "description": "Lists", "role_description": "row", "value": 0, "position": "-391.00;-244.00", "size": "35;24", "children": [{"name": null, "role": "AXStaticText", "description": "Lists", "role_description": "text", "value": 0, "position": "-391.00;-244.00", "size": "35;24", "children": []}]}, {"name": null, "role": "AXRow", "description": "Style", "role_description": "row", "value": 0, "position": "-391.00;-244.00", "size": "37;24", "children": [{"name": null, "role": "AXStaticText", "description": "Style", "role_description": "text", "value": 0, "position": "-391.00;-244.00", "size": "37;24", "children": []}]}, {"name": null, "role": "AXRow", "description": "Table separator", "role_description": "row", "value": 0, "position": "-391.00;-244.00", "size": "104;24", "children": [{"name": null, "role": "AXStaticText", "description": "Table separator", "role_description": "text", "value": 0, "position": "-391.00;-244.00", "size": "104;24", "children": []}]}, {"name": null, "role": "AXRow", "description": "Text", "role_description": "row", "value": 0, "position": "-391.00;-244.00", "size": "34;24", "children": [{"name": null, "role": "AXStaticText", "description": "Text", "role_description": "text", "value": 0, "position": "-391.00;-244.00", "size": "34;24", "children": []}]}]}]}, {"name": null, "role": "AXGroup", "description": "", "role_description": "group", "value": 0, "position": "-391.00;-244.00", "size": "40;34", "children": []}, {"name": null, "role": "AXScrollArea", "description": null, "role_description": "scroll area", "value": 0, "position": "-391.00;-244.00", "size": "705;283", "children": [{"name": null, "role": "AXScrollBar", "description": null, "role_description": "scroll bar", "value": 0, "position": "-391.00;-244.00", "size": "18;281", "children": [{"name": null, "role": "AXButton", "description": "", "role_description": "button", "value": null, "position": "-391.00;-244.00", "size": "18;0", "children": []}, {"name": null, "role": "AXButton", "description": "", "role_description": "button", "value": null, "position": "-391.00;-244.00", "size": "18;0", "children": []}]}, {"name": null, "role": "AXScrollBar", "description": null, "role_description": "scroll bar", "value": 0, "position": "-391.00;-244.00", "size": "0;0", "children": []}, {"name": null, "role": "AXGroup", "description": "", "role_description": "group", "value": 0, "position": "-391.00;-244.00", "size": "0;0", "children": []}, {"name": null, "role": "AXStaticText", "description": "", "role_description": "text", "value": "", "position": "-391.00;-244.00", "size": "0;0", "children": []}, {"name": null, "role": "AXGroup", "description": null, "role_description": "group", "value": 0, "position": "-391.00;-244.00", "size": "11;3740", "children": []}, {"name": null, "role": "AXTextArea", "description": "Editor", "role_description": "text entry area", "value": "Test Markdown document\n======================\n\nText\n----\n\nHere is a paragraph with bold text. **This is some bold text.** Here is a\nparagraph with bold text. __This is also some bold text.__\n\nHere is another one with italic text. *This is some italic text.* Here is\nanother one with italic text. _This is some italic text._\n\nHere is another one with struckout text. ~~This is some struckout text.~~\n\n\nLinks\n-----\n\nAutolink: <http://example.com>\n\nLink: [Example](http://example.com)\n\nReference style [link][1].\n\n[1]: http://example.com  \"Example\"\n\n\nImages\n------\n\nImage: ![My image](http://www.foo.bar/image.png)\n\nHeaders\n-------\n\n# First level title\n## Second level title\n### Third level title\n#### Fourth level title\n##### Fifth level title\n###### Sixth level title\n\n### Title with [link](http://localhost)\n### Title with !(http://localhost)\n\nCode\n----\n\n```\nThis\n  is\n    code\n      fence\n```\n\nInline `code span in a` paragraph.\n\nThis is a code block:\n\n    /**\n     * Sorts the specified array into ascending numerical order.\n     *\n     * <p>Implementation note: The sorting algorithm is a Dual-Pivot Quicksort\n     * by Vladimir Yaroslavskiy, Jon Bentley, and Joshua Bloch. This algorithm\n     * offers O(n log(n)) performance on many data sets that cause other\n     * quicksorts to degrade to quadratic performance, and is typically\n     * faster than traditional (one-pivot) Quicksort implementations.\n     *\n     * @param a the array to be sorted\n     */\n    public static void sort(byte[] a) {\n        DualPivotQuicksort.sort(a);\n    }\n\nQuotes\n------\n\n> This is the first level of quoting.\n>\n> > This is nested blockquote.\n>\n> Back to the first level.\n\n\n> A list within a blockquote:\n>\n> *\tasterisk 1\n> *\tasterisk 2\n> *\tasterisk 3\n\n\n> Formatting within a blockquote:\n>\n> ### header\n> Link: [Example](http://example.com)\n\n\n\nHtml\n-------\n\nThis is inline <span>html</html>.\nAnd this is an html block.\n\n<table>\n  <tr>\n    <th>Column 1</th>\n    <th>Column 2</th>\n  </tr>\n  <tr>\n    <td>Row 1 Cell 1</td>\n    <td>Row 1 Cell 2</td>\n  </tr>\n  <tr>\n    <td>Row 2 Cell 1</td>\n    <td>Row 2 Cell 2</td>\n  </tr>\n</table>\n\nHorizontal rules\n----------------\n\n---\n\n___\n\n\n***\n\n\nLists\n-----\n\nUnordered list:\n\n*\tasterisk 1\n*\tasterisk 2\n*\tasterisk 3\n\n\nOrdered list:\n\n1.\tFirst\n2.\tSecond\n3.\tThird\n\n\nMixed:\n\n1. First\n2. Second:\n\t* Fee\n\t* Fie\n\t* Foe\n3. Third\n\n\n\nDefinition list:\n\nSome term\n: First definition\n: Second definition\n\n\nTables:\n\n| Header 1 | Header 2 |\n| -------- | -------- |\n| Data 1   | Data 2   |", "position": "-391.00;-244.00", "size": "692;3740", "children": []}]}, {"name": null, "role": "AXImage", "description": null, "role_description": "image", "value": null, "position": "-391.00;-244.00", "size": "17;6", "children": []}, {"name": null, "role": "AXStaticText", "description": "Scheme:", "role_description": "text", "value": "Scheme:", "position": "-391.00;-244.00", "size": "53;17", "children": []}, {"name": null, "role": "AXPopUpButton", "description": null, "role_description": "pop up button", "value": "Dark Theme default", "position": "-391.00;-244.00", "size": "200;34", "children": [{"name": null, "role": "AXPopUpButton", "description": null, "role_description": "pop up button", "value": null, "position": "-391.00;-244.00", "size": "0;0", "children": []}]}, {"name": null, "role": "AXTextField", "description": null, "role_description": "text field", "value": "", "position": "-391.00;-244.00", "size": "200;34", "children": []}, {"name": null, "role": "AXGroup", "description": "Action Toolbar", "role_description": "group", "value": 0, "position": "-391.00;-244.00", "size": "26;34", "children": [{"name": null, "role": "AXButton", "description": "Show Scheme Actions", "role_description": "button", "value": null, "position": "-391.00;-244.00", "size": "26;24", "children": []}]}, {"name": null, "role": "AXLink", "description": "Change IDE Theme…", "role_description": "link", "value": null, "position": "-391.00;-244.00", "size": "131;17", "children": []}, {"name": null, "role": "AXImage", "description": null, "role_description": "image", "value": null, "position": "-391.00;-244.00", "size": "16;16", "children": []}, {"name": null, "role": "AXStaticText", "description": "", "role_description": "text", "value": "", "position": "-391.00;-244.00", "size": "0;0", "children": []}, {"name": null, "role": "AXScrollArea", "description": null, "role_description": "scroll area", "value": 0, "position": "-391.00;-244.00", "size": "431;238", "children": [{"name": null, "role": "AXOutline", "description": "tree", "role_description": "outline", "value": 0, "position": "-391.00;-244.00", "size": "429;236", "children": [{"name": null, "role": "AXRow", "description": "Comment", "role_description": "row", "value": 0, "position": "-391.00;-244.00", "size": "66;24", "children": [{"name": null, "role": "AXStaticText", "description": "Comment", "role_description": "text", "value": 0, "position": "-391.00;-244.00", "size": "66;24", "children": []}]}, {"name": null, "role": "AXRow", "description": "Invalid unicode code points", "role_description": "row", "value": 0, "position": "-391.00;-244.00", "size": "175;24", "children": [{"name": null, "role": "AXStaticText", "description": "Invalid unicode code points", "role_description": "text", "value": 0, "position": "-391.00;-244.00", "size": "175;24", "children": []}]}, {"name": null, "role": "AXRow", "description": "Key/value separator", "role_description": "row", "value": 0, "position": "-391.00;-244.00", "size": "130;24", "children": [{"name": null, "role": "AXStaticText", "description": "Key/value separator", "role_description": "text", "value": 0, "position": "-391.00;-244.00", "size": "130;24", "children": []}]}, {"name": null, "role": "AXRow", "description": "Property key", "role_description": "row", "value": 0, "position": "-391.00;-244.00", "size": "85;24", "children": [{"name": null, "role": "AXStaticText", "description": "Property key", "role_description": "text", "value": 0, "position": "-391.00;-244.00", "size": "85;24", "children": []}]}, {"name": null, "role": "AXRow", "description": "Property value", "role_description": "row", "value": 0, "position": "-391.00;-244.00", "size": "96;24", "children": [{"name": null, "role": "AXStaticText", "description": "Property value", "role_description": "text", "value": 0, "position": "-391.00;-244.00", "size": "96;24", "children": []}]}, {"name": null, "role": "AXRow", "description": "Valid string escape", "role_description": "row", "value": 0, "position": "-391.00;-244.00", "size": "124;24", "children": [{"name": null, "role": "AXStaticText", "description": "Valid string escape", "role_description": "text", "value": 0, "position": "-391.00;-244.00", "size": "124;24", "children": []}]}]}, {"name": null, "role": "AXScrollBar", "description": null, "role_description": "scroll bar", "value": 0, "position": "-391.00;-244.00", "size": "0;0", "children": []}, {"name": null, "role": "AXScrollBar", "description": null, "role_description": "scroll bar", "value": 0, "position": "-391.00;-244.00", "size": "0;0", "children": []}]}, {"name": null, "role": "AXGroup", "description": "", "role_description": "group", "value": 0, "position": "-391.00;-244.00", "size": "40;34", "children": []}, {"name": null, "role": "AXScrollArea", "description": null, "role_description": "scroll area", "value": 0, "position": "-391.00;-244.00", "size": "705;283", "children": [{"name": null, "role": "AXScrollBar", "description": null, "role_description": "scroll bar", "value": 0, "position": "-391.00;-244.00", "size": "18;281", "children": [{"name": null, "role": "AXButton", "description": "", "role_description": "button", "value": null, "position": "-391.00;-244.00", "size": "18;0", "children": []}, {"name": null, "role": "AXButton", "description": "", "role_description": "button", "value": null, "position": "-391.00;-244.00", "size": "18;0", "children": []}]}, {"name": null, "role": "AXScrollBar", "description": null, "role_description": "scroll bar", "value": 0, "position": "-391.00;-244.00", "size": "0;0", "children": []}, {"name": null, "role": "AXGroup", "description": "", "role_description": "group", "value": 0, "position": "-391.00;-244.00", "size": "0;0", "children": []}, {"name": null, "role": "AXStaticText", "description": "", "role_description": "text", "value": "", "position": "-391.00;-244.00", "size": "0;0", "children": []}, {"name": null, "role": "AXGroup", "description": null, "role_description": "group", "value": 0, "position": "-391.00;-244.00", "size": "11;281", "children": []}, {"name": null, "role": "AXTextArea", "description": "Editor", "role_description": "text entry area", "value": "# This comment starts with '#'\ngreetings=Hello\n! This comment starts with '!'\nwhat\\=to\\=greet : \\'W\\o\\rld\\',\\tUniverse\\n\\uXXXX\n", "position": "-391.00;-244.00", "size": "692;281", "children": []}]}, {"name": null, "role": "AXImage", "description": null, "role_description": "image", "value": null, "position": "-391.00;-244.00", "size": "17;6", "children": []}, {"name": null, "role": "AXStaticText", "description": "Scheme:", "role_description": "text", "value": "Scheme:", "position": "-391.00;-244.00", "size": "53;17", "children": []}, {"name": null, "role": "AXPopUpButton", "description": null, "role_description": "pop up button", "value": "Dark Theme default", "position": "-391.00;-244.00", "size": "200;34", "children": [{"name": null, "role": "AXPopUpButton", "description": null, "role_description": "pop up button", "value": null, "position": "-391.00;-244.00", "size": "0;0", "children": []}]}, {"name": null, "role": "AXTextField", "description": null, "role_description": "text field", "value": "", "position": "-391.00;-244.00", "size": "200;34", "children": []}, {"name": null, "role": "AXGroup", "description": "Action Toolbar", "role_description": "group", "value": 0, "position": "-391.00;-244.00", "size": "26;34", "children": [{"name": null, "role": "AXButton", "description": "Show Scheme Actions", "role_description": "button", "value": null, "position": "-391.00;-244.00", "size": "26;24", "children": []}]}, {"name": null, "role": "AXLink", "description": "Change IDE Theme…", "role_description": "link", "value": null, "position": "-391.00;-244.00", "size": "131;17", "children": []}, {"name": null, "role": "AXImage", "description": null, "role_description": "image", "value": null, "position": "-391.00;-244.00", "size": "16;16", "children": []}, {"name": null, "role": "AXStaticText", "description": "", "role_description": "text", "value": "", "position": "-391.00;-244.00", "size": "0;0", "children": []}, {"name": null, "role": "AXScrollArea", "description": null, "role_description": "scroll area", "value": 0, "position": "-391.00;-244.00", "size": "431;238", "children": [{"name": null, "role": "AXScrollBar", "description": null, "role_description": "scroll bar", "value": 0, "position": "-391.00;-244.00", "size": "14;236", "children": []}, {"name": null, "role": "AXScrollBar", "description": null, "role_description": "scroll bar", "value": 0, "position": "-391.00;-244.00", "size": "0;0", "children": []}, {"name": null, "role": "AXOutline", "description": "tree", "role_description": "outline", "value": 0, "position": "-391.00;-244.00", "size": "429;464", "children": [{"name": null, "role": "AXRow", "description": "Bad character", "role_description": "row", "value": 0, "position": "-391.00;-244.00", "size": "93;24", "children": [{"name": null, "role": "AXStaticText", "description": "Bad character", "role_description": "text", "value": 0, "position": "-391.00;-244.00", "size": "93;24", "children": []}]}, {"name": null, "role": "AXRow", "description": "Brace", "role_description": "row", "value": 0, "position": "-391.00;-244.00", "size": "42;24", "children": [{"name": null, "role": "AXStaticText", "description": "Brace", "role_description": "text", "value": 0, "position": "-391.00;-244.00", "size": "42;24", "children": []}]}, {"name": null, "role": "AXRow", "description": "Bracket", "role_description": "row", "value": 0, "position": "-391.00;-244.00", "size": "54;24", "children": [{"name": null, "role": "AXStaticText", "description": "Bracket", "role_description": "text", "value": 0, "position": "-391.00;-244.00", "size": "54;24", "children": []}]}, {"name": null, "role": "AXRow", "description": "Character class", "role_description": "row", "value": 0, "position": "-391.00;-244.00", "size": "102;24", "children": [{"name": null, "role": "AXStaticText", "description": "Character class", "role_description": "text", "value": 0, "position": "-391.00;-244.00", "size": "102;24", "children": []}]}, {"name": null, "role": "AXRow", "description": "Comma", "role_description": "row", "value": 0, "position": "-391.00;-244.00", "size": "54;24", "children": [{"name": null, "role": "AXStaticText", "description": "Comma", "role_description": "text", "value": 0, "position": "-391.00;-244.00", "size": "54;24", "children": []}]}, {"name": null, "role": "AXRow", "description": "Comment", "role_description": "row", "value": 0, "position": "-391.00;-244.00", "size": "66;24", "children": [{"name": null, "role": "AXStaticText", "description": "Comment", "role_description": "text", "value": 0, "position": "-391.00;-244.00", "size": "66;24", "children": []}]}, {"name": null, "role": "AXRow", "description": "Dot", "role_description": "row", "value": 0, "position": "-391.00;-244.00", "size": "28;24", "children": [{"name": null, "role": "AXStaticText", "description": "Dot", "role_description": "text", "value": 0, "position": "-391.00;-244.00", "size": "28;24", "children": []}]}, {"name": null, "role": "AXRow", "description": "Escaped character", "role_description": "row", "value": 0, "position": "-391.00;-244.00", "size": "122;24", "children": [{"name": null, "role": "AXStaticText", "description": "Escaped character", "role_description": "text", "value": 0, "position": "-391.00;-244.00", "size": "122;24", "children": []}]}, {"name": null, "role": "AXRow", "description": "Inline option", "role_description": "row", "value": 0, "position": "-391.00;-244.00", "size": "81;24", "children": [{"name": null, "role": "AXStaticText", "description": "Inline option", "role_description": "text", "value": 0, "position": "-391.00;-244.00", "size": "81;24", "children": []}]}, {"name": null, "role": "AXRow", "description": "Invalid escape sequence", "role_description": "row", "value": 0, "position": "-391.00;-244.00", "size": "158;24", "children": [{"name": null, "role": "AXStaticText", "description": "Invalid escape sequence", "role_description": "text", "value": 0, "position": "-391.00;-244.00", "size": "158;24", "children": []}]}, {"name": null, "role": "AXRow", "description": "Matched groups", "role_description": "row", "value": 0, "position": "-391.00;-244.00", "size": "107;24", "children": [{"name": null, "role": "AXStaticText", "description": "Matched groups", "role_description": "text", "value": 0, "position": "-391.00;-244.00", "size": "107;24", "children": []}]}, {"name": null, "role": "AXRow", "description": "Name", "role_description": "row", "value": 0, "position": "-391.00;-244.00", "size": "42;24", "children": [{"name": null, "role": "AXStaticText", "description": "Name", "role_description": "text", "value": 0, "position": "-391.00;-244.00", "size": "42;24", "children": []}]}, {"name": null, "role": "AXRow", "description": "Operator character", "role_description": "row", "value": 0, "position": "-391.00;-244.00", "size": "124;24", "children": [{"name": null, "role": "AXStaticText", "description": "Operator character", "role_description": "text", "value": 0, "position": "-391.00;-244.00", "size": "124;24", "children": []}]}, {"name": null, "role": "AXRow", "description": "Parenthesis", "role_description": "row", "value": 0, "position": "-391.00;-244.00", "size": "79;24", "children": [{"name": null, "role": "AXStaticText", "description": "Parenthesis", "role_description": "text", "value": 0, "position": "-391.00;-244.00", "size": "79;24", "children": []}]}, {"name": null, "role": "AXRow", "description": "Plain character", "role_description": "row", "value": 0, "position": "-391.00;-244.00", "size": "98;24", "children": [{"name": null, "role": "AXStaticText", "description": "Plain character", "role_description": "text", "value": 0, "position": "-391.00;-244.00", "size": "98;24", "children": []}]}, {"name": null, "role": "AXRow", "description": "Quantifier", "role_description": "row", "value": 0, "position": "-391.00;-244.00", "size": "67;24", "children": [{"name": null, "role": "AXStaticText", "description": "Quantifier", "role_description": "text", "value": 0, "position": "-391.00;-244.00", "size": "67;24", "children": []}]}, {"name": null, "role": "AXRow", "description": "Quote escape", "role_description": "row", "value": 0, "position": "-391.00;-244.00", "size": "92;24", "children": [{"name": null, "role": "AXStaticText", "description": "Quote escape", "role_description": "text", "value": 0, "position": "-391.00;-244.00", "size": "92;24", "children": []}]}, {"name": null, "role": "AXRow", "description": "Redundant escape sequence", "role_description": "row", "value": 0, "position": "-391.00;-244.00", "size": "185;24", "children": [{"name": null, "role": "AXStaticText", "description": "Redundant escape sequence", "role_description": "text", "value": 0, "position": "-391.00;-244.00", "size": "185;24", "children": []}]}]}]}, {"name": null, "role": "AXGroup", "description": "", "role_description": "group", "value": 0, "position": "-391.00;-244.00", "size": "40;34", "children": []}, {"name": null, "role": "AXScrollArea", "description": null, "role_description": "scroll area", "value": 0, "position": "-391.00;-244.00", "size": "705;283", "children": [{"name": null, "role": "AXScrollBar", "description": null, "role_description": "scroll bar", "value": 0, "position": "-391.00;-244.00", "size": "18;281", "children": [{"name": null, "role": "AXButton", "description": "", "role_description": "button", "value": null, "position": "-391.00;-244.00", "size": "18;0", "children": []}, {"name": null, "role": "AXButton", "description": "", "role_description": "button", "value": null, "position": "-391.00;-244.00", "size": "18;0", "children": []}]}, {"name": null, "role": "AXScrollBar", "description": null, "role_description": "scroll bar", "value": 0, "position": "-391.00;-244.00", "size": "0;0", "children": []}, {"name": null, "role": "AXGroup", "description": "", "role_description": "group", "value": 0, "position": "-391.00;-244.00", "size": "0;0", "children": []}, {"name": null, "role": "AXStaticText", "description": "", "role_description": "text", "value": "", "position": "-391.00;-244.00", "size": "0;0", "children": []}, {"name": null, "role": "AXGroup", "description": null, "role_description": "group", "value": 0, "position": "-391.00;-244.00", "size": "11;281", "children": []}, {"name": null, "role": "AXTextArea", "description": "Editor", "role_description": "text entry area", "value": "^[\\w\\.-]+@([\\w\\-]+|\\.)+[A-Z0-9]{2,4}(?x)\n\\x0g\\#\\p{Alpha}\\1(?#comment)\n.*\\Q...\\E$# end-of-line comment", "position": "-391.00;-244.00", "size": "692;281", "children": []}]}, {"name": null, "role": "AXImage", "description": null, "role_description": "image", "value": null, "position": "-391.00;-244.00", "size": "17;6", "children": []}, {"name": null, "role": "AXStaticText", "description": "Scheme:", "role_description": "text", "value": "Scheme:", "position": "-391.00;-244.00", "size": "53;17", "children": []}, {"name": null, "role": "AXPopUpButton", "description": null, "role_description": "pop up button", "value": "Dark Theme default", "position": "-391.00;-244.00", "size": "200;34", "children": [{"name": null, "role": "AXPopUpButton", "description": null, "role_description": "pop up button", "value": null, "position": "-391.00;-244.00", "size": "0;0", "children": []}]}, {"name": null, "role": "AXTextField", "description": null, "role_description": "text field", "value": "", "position": "-391.00;-244.00", "size": "200;34", "children": []}, {"name": null, "role": "AXGroup", "description": "Action Toolbar", "role_description": "group", "value": 0, "position": "-391.00;-244.00", "size": "26;34", "children": [{"name": null, "role": "AXButton", "description": "Show Scheme Actions", "role_description": "button", "value": null, "position": "-391.00;-244.00", "size": "26;24", "children": []}]}, {"name": null, "role": "AXLink", "description": "Change IDE Theme…", "role_description": "link", "value": null, "position": "-391.00;-244.00", "size": "131;17", "children": []}, {"name": null, "role": "AXImage", "description": null, "role_description": "image", "value": null, "position": "-391.00;-244.00", "size": "16;16", "children": []}, {"name": null, "role": "AXStaticText", "description": "", "role_description": "text", "value": "", "position": "-391.00;-244.00", "size": "0;0", "children": []}, {"name": null, "role": "AXScrollArea", "description": null, "role_description": "scroll area", "value": 0, "position": "-391.00;-244.00", "size": "431;238", "children": [{"name": null, "role": "AXScrollBar", "description": null, "role_description": "scroll bar", "value": 0, "position": "-391.00;-244.00", "size": "14;236", "children": []}, {"name": null, "role": "AXScrollBar", "description": null, "role_description": "scroll bar", "value": 0, "position": "-391.00;-244.00", "size": "0;0", "children": []}, {"name": null, "role": "AXOutline", "description": "tree", "role_description": "outline", "value": 0, "position": "-391.00;-244.00", "size": "429;272", "children": [{"name": null, "role": "AXRow", "description": "Bold text", "role_description": "row", "value": 0, "position": "-391.00;-244.00", "size": "62;24", "children": [{"name": null, "role": "AXStaticText", "description": "Bold text", "role_description": "text", "value": 0, "position": "-391.00;-244.00", "size": "62;24", "children": []}]}, {"name": null, "role": "AXRow", "description": "Comment", "role_description": "row", "value": 0, "position": "-391.00;-244.00", "size": "66;24", "children": [{"name": null, "role": "AXStaticText", "description": "Comment", "role_description": "text", "value": 0, "position": "-391.00;-244.00", "size": "66;24", "children": []}]}, {"name": null, "role": "AXRow", "description": "Explicit markup", "role_description": "row", "value": 0, "position": "-391.00;-244.00", "size": "100;24", "children": [{"name": null, "role": "AXStaticText", "description": "Explicit markup", "role_description": "text", "value": 0, "position": "-391.00;-244.00", "size": "100;24", "children": []}]}, {"name": null, "role": "AXRow", "description": "Fields", "role_description": "row", "value": 0, "position": "-391.00;-244.00", "size": "43;24", "children": [{"name": null, "role": "AXStaticText", "description": "Fields", "role_description": "text", "value": 0, "position": "-391.00;-244.00", "size": "43;24", "children": []}]}, {"name": null, "role": "AXRow", "description": "Inline literals", "role_description": "row", "value": 0, "position": "-391.00;-244.00", "size": "83;24", "children": [{"name": null, "role": "AXStaticText", "description": "Inline literals", "role_description": "text", "value": 0, "position": "-391.00;-244.00", "size": "83;24", "children": []}]}, {"name": null, "role": "AXRow", "description": "Interpreted text", "role_description": "row", "value": 0, "position": "-391.00;-244.00", "size": "103;24", "children": [{"name": null, "role": "AXStaticText", "description": "Interpreted text", "role_description": "text", "value": 0, "position": "-391.00;-244.00", "size": "103;24", "children": []}]}, {"name": null, "role": "AXRow", "description": "Italic text", "role_description": "row", "value": 0, "position": "-391.00;-244.00", "size": "63;24", "children": [{"name": null, "role": "AXStaticText", "description": "Italic text", "role_description": "text", "value": 0, "position": "-391.00;-244.00", "size": "63;24", "children": []}]}, {"name": null, "role": "AXRow", "description": "Literal and line blocks", "role_description": "row", "value": 0, "position": "-391.00;-244.00", "size": "140;24", "children": [{"name": null, "role": "AXStaticText", "description": "Literal and line blocks", "role_description": "text", "value": 0, "position": "-391.00;-244.00", "size": "140;24", "children": []}]}, {"name": null, "role": "AXRow", "description": "Reference name", "role_description": "row", "value": 0, "position": "-391.00;-244.00", "size": "107;24", "children": [{"name": null, "role": "AXStaticText", "description": "Reference name", "role_description": "text", "value": 0, "position": "-391.00;-244.00", "size": "107;24", "children": []}]}, {"name": null, "role": "AXRow", "description": "Title", "role_description": "row", "value": 0, "position": "-391.00;-244.00", "size": "33;24", "children": [{"name": null, "role": "AXStaticText", "description": "Title", "role_description": "text", "value": 0, "position": "-391.00;-244.00", "size": "33;24", "children": []}]}]}]}, {"name": null, "role": "AXGroup", "description": "", "role_description": "group", "value": 0, "position": "-391.00;-244.00", "size": "40;34", "children": []}, {"name": null, "role": "AXScrollArea", "description": null, "role_description": "scroll area", "value": 0, "position": "-391.00;-244.00", "size": "705;283", "children": [{"name": null, "role": "AXScrollBar", "description": null, "role_description": "scroll bar", "value": 0, "position": "-391.00;-244.00", "size": "18;281", "children": [{"name": null, "role": "AXButton", "description": "", "role_description": "button", "value": null, "position": "-391.00;-244.00", "size": "18;0", "children": []}, {"name": null, "role": "AXButton", "description": "", "role_description": "button", "value": null, "position": "-391.00;-244.00", "size": "18;0", "children": []}]}, {"name": null, "role": "AXScrollBar", "description": null, "role_description": "scroll bar", "value": 0, "position": "-391.00;-244.00", "size": "0;0", "children": []}, {"name": null, "role": "AXGroup", "description": "", "role_description": "group", "value": 0, "position": "-391.00;-244.00", "size": "0;0", "children": []}, {"name": null, "role": "AXStaticText", "description": "", "role_description": "text", "value": "", "position": "-391.00;-244.00", "size": "0;0", "children": []}, {"name": null, "role": "AXGroup", "description": null, "role_description": "group", "value": 0, "position": "-391.00;-244.00", "size": "11;660", "children": []}, {"name": null, "role": "AXTextArea", "description": "Editor", "role_description": "text entry area", "value": ".. comment for documentation master file\n\n===============\n Section Title\n===============\n\n.. toctree::\n   :maxdepth: 2\n\nThere is *some italics text*\nand **bold one** and ``inline literals``\n\nA link_ in citation style.\n\n.. _link: http://www.google.com\n\n.. rubric:: Footnotes\n.. [*] footnote.\n.. [REL09] Citation\n\n:ref:`builders`\n\n\n::\n\n  Whitespace, newlines, blank lines, and\n  all kinds of markup (like *this* or\n  \\this) is preserved by literal blocks.\n\nIt was literal block.", "position": "-391.00;-244.00", "size": "692;660", "children": []}]}, {"name": null, "role": "AXImage", "description": null, "role_description": "image", "value": null, "position": "-391.00;-244.00", "size": "17;6", "children": []}, {"name": null, "role": "AXStaticText", "description": "Scheme:", "role_description": "text", "value": "Scheme:", "position": "-391.00;-244.00", "size": "53;17", "children": []}, {"name": null, "role": "AXPopUpButton", "description": null, "role_description": "pop up button", "value": "Dark Theme default", "position": "-391.00;-244.00", "size": "200;34", "children": [{"name": null, "role": "AXPopUpButton", "description": null, "role_description": "pop up button", "value": null, "position": "-391.00;-244.00", "size": "0;0", "children": []}]}, {"name": null, "role": "AXTextField", "description": null, "role_description": "text field", "value": "", "position": "-391.00;-244.00", "size": "200;34", "children": []}, {"name": null, "role": "AXGroup", "description": "Action Toolbar", "role_description": "group", "value": 0, "position": "-391.00;-244.00", "size": "26;34", "children": [{"name": null, "role": "AXButton", "description": "Show Scheme Actions", "role_description": "button", "value": null, "position": "-391.00;-244.00", "size": "26;24", "children": []}]}, {"name": null, "role": "AXLink", "description": "Change IDE Theme…", "role_description": "link", "value": null, "position": "-391.00;-244.00", "size": "131;17", "children": []}, {"name": null, "role": "AXImage", "description": null, "role_description": "image", "value": null, "position": "-391.00;-244.00", "size": "16;16", "children": []}, {"name": null, "role": "AXStaticText", "description": "", "role_description": "text", "value": "", "position": "-391.00;-244.00", "size": "0;0", "children": []}, {"name": null, "role": "AXScrollArea", "description": null, "role_description": "scroll area", "value": 0, "position": "-391.00;-244.00", "size": "431;238", "children": [{"name": null, "role": "AXScrollBar", "description": null, "role_description": "scroll bar", "value": 0, "position": "-391.00;-244.00", "size": "14;236", "children": []}, {"name": null, "role": "AXScrollBar", "description": null, "role_description": "scroll bar", "value": 0, "position": "-391.00;-244.00", "size": "0;0", "children": []}, {"name": null, "role": "AXOutline", "description": "tree", "role_description": "outline", "value": 0, "position": "-391.00;-244.00", "size": "429;416", "children": [{"name": null, "role": "AXRow", "description": "Backquotes", "role_description": "row", "value": 0, "position": "-391.00;-244.00", "size": "79;24", "children": [{"name": null, "role": "AXStaticText", "description": "Backquotes", "role_description": "text", "value": 0, "position": "-391.00;-244.00", "size": "79;24", "children": []}]}, {"name": null, "role": "AXRow", "description": "Braces", "role_description": "row", "value": 0, "position": "-391.00;-244.00", "size": "49;24", "children": [{"name": null, "role": "AXStaticText", "description": "Braces", "role_description": "text", "value": 0, "position": "-391.00;-244.00", "size": "49;24", "children": []}]}, {"name": null, "role": "AXRow", "description": "Commands", "role_description": "row", "value": 0, "position": "-391.00;-244.00", "size": "76;24", "children": [{"name": null, "role": "AXStaticText", "description": "Commands", "role_description": "text", "value": 0, "position": "-391.00;-244.00", "size": "76;24", "children": []}]}, {"name": null, "role": "AXRow", "description": "Conditional operators", "role_description": "row", "value": 0, "position": "-391.00;-244.00", "size": "139;24", "children": [{"name": null, "role": "AXStaticText", "description": "Conditional operators", "role_description": "text", "value": 0, "position": "-391.00;-244.00", "size": "139;24", "children": []}]}, {"name": null, "role": "AXRow", "description": "Function declaration", "role_description": "row", "value": 0, "position": "-391.00;-244.00", "size": "132;24", "children": [{"name": null, "role": "AXStaticText", "description": "Function declaration", "role_description": "text", "value": 0, "position": "-391.00;-244.00", "size": "132;24", "children": []}]}, {"name": null, "role": "AXRow", "description": "Here documents", "role_description": "row", "value": 0, "position": "-391.00;-244.00", "size": "108;24", "children": [{"name": null, "role": "AXStaticText", "description": "Here documents", "role_description": "text", "value": 0, "position": "-391.00;-244.00", "size": "108;24", "children": []}]}, {"name": null, "role": "AXRow", "description": "Here documents end", "role_description": "row", "value": 0, "position": "-391.00;-244.00", "size": "135;24", "children": [{"name": null, "role": "AXStaticText", "description": "Here documents end", "role_description": "text", "value": 0, "position": "-391.00;-244.00", "size": "135;24", "children": []}]}, {"name": null, "role": "AXRow", "description": "Here documents start", "role_description": "row", "value": 0, "position": "-391.00;-244.00", "size": "140;24", "children": [{"name": null, "role": "AXStaticText", "description": "Here documents start", "role_description": "text", "value": 0, "position": "-391.00;-244.00", "size": "140;24", "children": []}]}, {"name": null, "role": "AXRow", "description": "Keyword", "role_description": "row", "value": 0, "position": "-391.00;-244.00", "size": "61;24", "children": [{"name": null, "role": "AXStaticText", "description": "Keyword", "role_description": "text", "value": 0, "position": "-391.00;-244.00", "size": "61;24", "children": []}]}, {"name": null, "role": "AXRow", "description": "Line comment", "role_description": "row", "value": 0, "position": "-391.00;-244.00", "size": "93;24", "children": [{"name": null, "role": "AXStaticText", "description": "Line comment", "role_description": "text", "value": 0, "position": "-391.00;-244.00", "size": "93;24", "children": []}]}, {"name": null, "role": "AXRow", "description": "Number", "role_description": "row", "value": 0, "position": "-391.00;-244.00", "size": "56;24", "children": [{"name": null, "role": "AXStaticText", "description": "Number", "role_description": "text", "value": 0, "position": "-391.00;-244.00", "size": "56;24", "children": []}]}, {"name": null, "role": "AXRow", "description": "Raw string", "role_description": "row", "value": 0, "position": "-391.00;-244.00", "size": "71;24", "children": [{"name": null, "role": "AXStaticText", "description": "Raw string", "role_description": "text", "value": 0, "position": "-391.00;-244.00", "size": "71;24", "children": []}]}, {"name": null, "role": "AXRow", "description": "Redirection", "role_description": "row", "value": 0, "position": "-391.00;-244.00", "size": "76;24", "children": [{"name": null, "role": "AXStaticText", "description": "Redirection", "role_description": "text", "value": 0, "position": "-391.00;-244.00", "size": "76;24", "children": []}]}, {"name": null, "role": "AXRow", "description": "Shebang comment", "role_description": "row", "value": 0, "position": "-391.00;-244.00", "size": "122;24", "children": [{"name": null, "role": "AXStaticText", "description": "Shebang comment", "role_description": "text", "value": 0, "position": "-391.00;-244.00", "size": "122;24", "children": []}]}, {"name": null, "role": "AXRow", "description": "String", "role_description": "row", "value": 0, "position": "-391.00;-244.00", "size": "43;24", "children": [{"name": null, "role": "AXStaticText", "description": "String", "role_description": "text", "value": 0, "position": "-391.00;-244.00", "size": "43;24", "children": []}]}, {"name": null, "role": "AXRow", "description": "Variables", "role_description": "row", "value": 0, "position": "-391.00;-244.00", "size": "63;24", "children": [{"name": null, "role": "AXStaticText", "description": "Variables", "role_description": "text", "value": 0, "position": "-391.00;-244.00", "size": "63;24", "children": []}]}]}]}, {"name": null, "role": "AXGroup", "description": "", "role_description": "group", "value": 0, "position": "-391.00;-244.00", "size": "40;34", "children": []}, {"name": null, "role": "AXScrollArea", "description": null, "role_description": "scroll area", "value": 0, "position": "-391.00;-244.00", "size": "705;283", "children": [{"name": null, "role": "AXScrollBar", "description": null, "role_description": "scroll bar", "value": 0, "position": "-391.00;-244.00", "size": "18;281", "children": [{"name": null, "role": "AXButton", "description": "", "role_description": "button", "value": null, "position": "-391.00;-244.00", "size": "18;0", "children": []}, {"name": null, "role": "AXButton", "description": "", "role_description": "button", "value": null, "position": "-391.00;-244.00", "size": "18;0", "children": []}]}, {"name": null, "role": "AXScrollBar", "description": null, "role_description": "scroll bar", "value": 0, "position": "-391.00;-244.00", "size": "0;0", "children": []}, {"name": null, "role": "AXGroup", "description": "", "role_description": "group", "value": 0, "position": "-391.00;-244.00", "size": "0;0", "children": []}, {"name": null, "role": "AXStaticText", "description": "", "role_description": "text", "value": "", "position": "-391.00;-244.00", "size": "0;0", "children": []}, {"name": null, "role": "AXGroup", "description": null, "role_description": "group", "value": 0, "position": "-391.00;-244.00", "size": "11;506", "children": []}, {"name": null, "role": "AXTextArea", "description": "Editor", "role_description": "text entry area", "value": "#!/usr/bin/env sh\n\n#Sample comment\nlet \"a=16 << 2\";\nb=\"Sample text\";\n\nfunction foo() {\n  if [ $string1 == $string2 ]; then\n    for url in `cat example.txt`; do\n      curl $url > result.html\n    done\n  fi\n}\n\nrm -f $(find / -name core) &> /dev/null\nmkdir -p \"${AGENT_USER_HOME_${PLATFORM}}\"\n\nmultiline='first line\n           second line\n           third line'\ncat << EOF\n Sample text\nEOF", "position": "-391.00;-244.00", "size": "692;506", "children": []}]}, {"name": null, "role": "AXImage", "description": null, "role_description": "image", "value": null, "position": "-391.00;-244.00", "size": "17;6", "children": []}, {"name": null, "role": "AXStaticText", "description": "Scheme:", "role_description": "text", "value": "Scheme:", "position": "-391.00;-244.00", "size": "53;17", "children": []}, {"name": null, "role": "AXPopUpButton", "description": null, "role_description": "pop up button", "value": "Dark Theme default", "position": "-391.00;-244.00", "size": "200;34", "children": [{"name": null, "role": "AXPopUpButton", "description": null, "role_description": "pop up button", "value": null, "position": "-391.00;-244.00", "size": "0;0", "children": []}]}, {"name": null, "role": "AXTextField", "description": null, "role_description": "text field", "value": "", "position": "-391.00;-244.00", "size": "200;34", "children": []}, {"name": null, "role": "AXGroup", "description": "Action Toolbar", "role_description": "group", "value": 0, "position": "-391.00;-244.00", "size": "26;34", "children": [{"name": null, "role": "AXButton", "description": "Show Scheme Actions", "role_description": "button", "value": null, "position": "-391.00;-244.00", "size": "26;24", "children": []}]}, {"name": null, "role": "AXLink", "description": "Change IDE Theme…", "role_description": "link", "value": null, "position": "-391.00;-244.00", "size": "131;17", "children": []}, {"name": null, "role": "AXImage", "description": null, "role_description": "image", "value": null, "position": "-391.00;-244.00", "size": "16;16", "children": []}, {"name": null, "role": "AXStaticText", "description": "", "role_description": "text", "value": "", "position": "-391.00;-244.00", "size": "0;0", "children": []}, {"name": null, "role": "AXScrollArea", "description": null, "role_description": "scroll area", "value": 0, "position": "-391.00;-244.00", "size": "431;238", "children": [{"name": null, "role": "AXOutline", "description": "tree", "role_description": "outline", "value": 0, "position": "-391.00;-244.00", "size": "429;236", "children": [{"name": null, "role": "AXRow", "description": "Boolean", "role_description": "row", "value": 0, "position": "-391.00;-244.00", "size": "56;24", "children": [{"name": null, "role": "AXStaticText", "description": "Boolean", "role_description": "text", "value": 0, "position": "-391.00;-244.00", "size": "56;24", "children": []}]}, {"name": null, "role": "AXRow", "description": "Comments", "role_description": "row", "value": 0, "position": "-391.00;-244.00", "size": "73;24", "children": [{"name": null, "role": "AXStaticText", "description": "Comments", "role_description": "text", "value": 0, "position": "-391.00;-244.00", "size": "73;24", "children": []}]}, {"name": null, "role": "AXRow", "description": "Date", "role_description": "row", "value": 0, "position": "-391.00;-244.00", "size": "35;24", "children": [{"name": null, "role": "AXStaticText", "description": "Date", "role_description": "text", "value": 0, "position": "-391.00;-244.00", "size": "35;24", "children": []}]}, {"name": null, "role": "AXRow", "description": "Keys", "role_description": "row", "value": 0, "position": "-391.00;-244.00", "size": "37;24", "children": [{"name": null, "role": "AXStaticText", "description": "Keys", "role_description": "text", "value": 0, "position": "-391.00;-244.00", "size": "37;24", "children": []}]}, {"name": null, "role": "AXRow", "description": "Number", "role_description": "row", "value": 0, "position": "-391.00;-244.00", "size": "56;24", "children": [{"name": null, "role": "AXStaticText", "description": "Number", "role_description": "text", "value": 0, "position": "-391.00;-244.00", "size": "56;24", "children": []}]}, {"name": null, "role": "AXRow", "description": "String", "role_description": "row", "value": 0, "position": "-391.00;-244.00", "size": "43;24", "children": [{"name": null, "role": "AXStaticText", "description": "String", "role_description": "text", "value": 0, "position": "-391.00;-244.00", "size": "43;24", "children": []}]}]}, {"name": null, "role": "AXScrollBar", "description": null, "role_description": "scroll bar", "value": 0, "position": "-391.00;-244.00", "size": "0;0", "children": []}, {"name": null, "role": "AXScrollBar", "description": null, "role_description": "scroll bar", "value": 0, "position": "-391.00;-244.00", "size": "0;0", "children": []}]}, {"name": null, "role": "AXGroup", "description": "", "role_description": "group", "value": 0, "position": "-391.00;-244.00", "size": "40;34", "children": []}, {"name": null, "role": "AXScrollArea", "description": null, "role_description": "scroll area", "value": 0, "position": "-391.00;-244.00", "size": "705;283", "children": [{"name": null, "role": "AXScrollBar", "description": null, "role_description": "scroll bar", "value": 0, "position": "-391.00;-244.00", "size": "18;281", "children": [{"name": null, "role": "AXButton", "description": "", "role_description": "button", "value": null, "position": "-391.00;-244.00", "size": "18;0", "children": []}, {"name": null, "role": "AXButton", "description": "", "role_description": "button", "value": null, "position": "-391.00;-244.00", "size": "18;0", "children": []}]}, {"name": null, "role": "AXScrollBar", "description": null, "role_description": "scroll bar", "value": 0, "position": "-391.00;-244.00", "size": "0;0", "children": []}, {"name": null, "role": "AXGroup", "description": "", "role_description": "group", "value": 0, "position": "-391.00;-244.00", "size": "0;0", "children": []}, {"name": null, "role": "AXStaticText", "description": "", "role_description": "text", "value": "", "position": "-391.00;-244.00", "size": "0;0", "children": []}, {"name": null, "role": "AXGroup", "description": null, "role_description": "group", "value": 0, "position": "-391.00;-244.00", "size": "11;726", "children": []}, {"name": null, "role": "AXTextArea", "description": "Editor", "role_description": "text entry area", "value": "# This is a TOML document.\n\ntitle = \"TOML Example\"\ndescription = \"\"\"\n    Multiline\n    description\n\"\"\"\ndate = 2019-11-04T07:32:00-08:00\n\n[database]\nserver = \"192.168.1.1\"\nports = [ 8001, 8001, 8002 ]\n\"connection_max\" = 5000\nenabled = true\n\n[servers]\nalpha = { ip = '10.0.0.1', dc = \"eqdc10\" }\nbeta = { ip = '10.0.0.2', dc = \"eqdc10\" }\n\n[clients]\ndata = [ [\"gamma\", \"delta\"], [1.0, 2.0] ]\n\nhosts = [\n  \"alpha\",\n  \"omega\",\n]\n\nvalid-escapes = \"\"\"\\tline \\\"1\\\"\n    line\\u00202\n    line 3\\U0000002E\n\"\"\"\ninvalid-escapes = \"\\a \\u20 \\U0020\"\n", "position": "-391.00;-244.00", "size": "692;726", "children": []}]}, {"name": null, "role": "AXImage", "description": null, "role_description": "image", "value": null, "position": "-391.00;-244.00", "size": "17;6", "children": []}, {"name": null, "role": "AXStaticText", "description": "Scheme:", "role_description": "text", "value": "Scheme:", "position": "-391.00;-244.00", "size": "53;17", "children": []}, {"name": null, "role": "AXPopUpButton", "description": null, "role_description": "pop up button", "value": "Dark Theme default", "position": "-391.00;-244.00", "size": "200;34", "children": [{"name": null, "role": "AXPopUpButton", "description": null, "role_description": "pop up button", "value": null, "position": "-391.00;-244.00", "size": "0;0", "children": []}]}, {"name": null, "role": "AXTextField", "description": null, "role_description": "text field", "value": "", "position": "-391.00;-244.00", "size": "200;34", "children": []}, {"name": null, "role": "AXGroup", "description": "Action Toolbar", "role_description": "group", "value": 0, "position": "-391.00;-244.00", "size": "26;34", "children": [{"name": null, "role": "AXButton", "description": "Show Scheme Actions", "role_description": "button", "value": null, "position": "-391.00;-244.00", "size": "26;24", "children": []}]}, {"name": null, "role": "AXLink", "description": "Change IDE Theme…", "role_description": "link", "value": null, "position": "-391.00;-244.00", "size": "131;17", "children": []}, {"name": null, "role": "AXImage", "description": null, "role_description": "image", "value": null, "position": "-391.00;-244.00", "size": "16;16", "children": []}, {"name": null, "role": "AXStaticText", "description": "", "role_description": "text", "value": "", "position": "-391.00;-244.00", "size": "0;0", "children": []}, {"name": null, "role": "AXScrollArea", "description": null, "role_description": "scroll area", "value": 0, "position": "-391.00;-244.00", "size": "431;238", "children": [{"name": null, "role": "AXScrollBar", "description": null, "role_description": "scroll bar", "value": 0, "position": "-391.00;-244.00", "size": "14;236", "children": []}, {"name": null, "role": "AXScrollBar", "description": null, "role_description": "scroll bar", "value": 0, "position": "-391.00;-244.00", "size": "0;0", "children": []}, {"name": null, "role": "AXOutline", "description": "tree", "role_description": "outline", "value": 0, "position": "-391.00;-244.00", "size": "429;320", "children": [{"name": null, "role": "AXRow", "description": "Attribute Name", "role_description": "row", "value": 0, "position": "-391.00;-244.00", "size": "100;24", "children": [{"name": null, "role": "AXStaticText", "description": "Attribute Name", "role_description": "text", "value": 0, "position": "-391.00;-244.00", "size": "100;24", "children": []}]}, {"name": null, "role": "AXRow", "description": "Attribute Value", "role_description": "row", "value": 0, "position": "-391.00;-244.00", "size": "99;24", "children": [{"name": null, "role": "AXStaticText", "description": "Attribute Value", "role_description": "text", "value": 0, "position": "-391.00;-244.00", "size": "99;24", "children": []}]}, {"name": null, "role": "AXRow", "description": "Comment", "role_description": "row", "value": 0, "position": "-391.00;-244.00", "size": "66;24", "children": [{"name": null, "role": "AXStaticText", "description": "Comment", "role_description": "text", "value": 0, "position": "-391.00;-244.00", "size": "66;24", "children": []}]}, {"name": null, "role": "AXRow", "description": "Custom Tag Name", "role_description": "row", "value": 0, "position": "-391.00;-244.00", "size": "121;24", "children": [{"name": null, "role": "AXStaticText", "description": "Custom Tag Name", "role_description": "text", "value": 0, "position": "-391.00;-244.00", "size": "121;24", "children": []}]}, {"name": null, "role": "AXRow", "description": "Entity Reference", "role_description": "row", "value": 0, "position": "-391.00;-244.00", "size": "108;24", "children": [{"name": null, "role": "AXStaticText", "description": "Entity Reference", "role_description": "text", "value": 0, "position": "-391.00;-244.00", "size": "108;24", "children": []}]}, {"name": null, "role": "AXRow", "description": "Injected Language Fragment", "role_description": "row", "value": 0, "position": "-391.00;-244.00", "size": "183;24", "children": [{"name": null, "role": "AXStaticText", "description": "Injected Language Fragment", "role_description": "text", "value": 0, "position": "-391.00;-244.00", "size": "183;24", "children": []}]}, {"name": null, "role": "AXRow", "description": "Matched Tag", "role_description": "row", "value": 0, "position": "-391.00;-244.00", "size": "88;24", "children": [{"name": null, "role": "AXStaticText", "description": "Matched Tag", "role_description": "text", "value": 0, "position": "-391.00;-244.00", "size": "88;24", "children": []}]}, {"name": null, "role": "AXRow", "description": "Namespace Prefix", "role_description": "row", "value": 0, "position": "-391.00;-244.00", "size": "118;24", "children": [{"name": null, "role": "AXStaticText", "description": "Namespace Prefix", "role_description": "text", "value": 0, "position": "-391.00;-244.00", "size": "118;24", "children": []}]}, {"name": null, "role": "AXRow", "description": "Prologue", "role_description": "row", "value": 0, "position": "-391.00;-244.00", "size": "61;24", "children": [{"name": null, "role": "AXStaticText", "description": "Prologue", "role_description": "text", "value": 0, "position": "-391.00;-244.00", "size": "61;24", "children": []}]}, {"name": null, "role": "AXRow", "description": "Tag", "role_description": "row", "value": 0, "position": "-391.00;-244.00", "size": "30;24", "children": [{"name": null, "role": "AXStaticText", "description": "Tag", "role_description": "text", "value": 0, "position": "-391.00;-244.00", "size": "30;24", "children": []}]}, {"name": null, "role": "AXRow", "description": "Tag Data", "role_description": "row", "value": 0, "position": "-391.00;-244.00", "size": "62;24", "children": [{"name": null, "role": "AXStaticText", "description": "Tag Data", "role_description": "text", "value": 0, "position": "-391.00;-244.00", "size": "62;24", "children": []}]}, {"name": null, "role": "AXRow", "description": "Tag Name", "role_description": "row", "value": 0, "position": "-391.00;-244.00", "size": "70;24", "children": [{"name": null, "role": "AXStaticText", "description": "Tag Name", "role_description": "text", "value": 0, "position": "-391.00;-244.00", "size": "70;24", "children": []}]}]}]}, {"name": null, "role": "AXGroup", "description": "", "role_description": "group", "value": 0, "position": "-391.00;-244.00", "size": "40;34", "children": []}, {"name": null, "role": "AXScrollArea", "description": null, "role_description": "scroll area", "value": 0, "position": "-391.00;-244.00", "size": "705;283", "children": [{"name": null, "role": "AXScrollBar", "description": null, "role_description": "scroll bar", "value": 0, "position": "-391.00;-244.00", "size": "18;281", "children": [{"name": null, "role": "AXButton", "description": "", "role_description": "button", "value": null, "position": "-391.00;-244.00", "size": "18;0", "children": []}, {"name": null, "role": "AXButton", "description": "", "role_description": "button", "value": null, "position": "-391.00;-244.00", "size": "18;0", "children": []}]}, {"name": null, "role": "AXScrollBar", "description": null, "role_description": "scroll bar", "value": 0, "position": "-391.00;-244.00", "size": "0;0", "children": []}, {"name": null, "role": "AXGroup", "description": "", "role_description": "group", "value": 0, "position": "-391.00;-244.00", "size": "0;0", "children": []}, {"name": null, "role": "AXStaticText", "description": "", "role_description": "text", "value": "", "position": "-391.00;-244.00", "size": "0;0", "children": []}, {"name": null, "role": "AXGroup", "description": null, "role_description": "group", "value": 0, "position": "-391.00;-244.00", "size": "11;440", "children": []}, {"name": null, "role": "AXTextArea", "description": "Editor", "role_description": "text entry area", "value": "<?xml version='1.0' encoding='ISO-8859-1'  ?>\n<!DOCTYPE index>\n<!-- Some xml example -->\n<index version=\"1.0\" xmlns:pf=\"http://test\">\n   <name>Main Index</name>\n   <indexitem text=\"rename\" target=\"refactoring.rename\"/>\n   <indexitem text=\"move\" target=\"refactoring.move\"/>\n   <indexitem text=\"migrate\" target=\"refactoring.migrate\"/>\n   <indexitem text=\"usage search\" target=\"find.findUsages\"/>\n   <indexitem>Matched tag name</indexitem>\n   <someTextWithEntityRefs>&amp; &#x00B7;</someTextWithEntityRefs>\n   <withCData><![CDATA[\n          <object class=\"MyClass\" key=\"constant\">\n          </object>\n        ]]>\n   </withCData>\n   <indexitem text=\"project\" target=\"project.management\"/>\n   <custom-tag>hello</custom-tag>\n   <pf:foo pf:bar=\"bar\"/>\n</index>", "position": "-391.00;-244.00", "size": "692;440", "children": []}]}, {"name": null, "role": "AXImage", "description": null, "role_description": "image", "value": null, "position": "-391.00;-244.00", "size": "17;6", "children": []}, {"name": null, "role": "AXStaticText", "description": "Scheme:", "role_description": "text", "value": "Scheme:", "position": "-391.00;-244.00", "size": "53;17", "children": []}, {"name": null, "role": "AXPopUpButton", "description": null, "role_description": "pop up button", "value": "Dark Theme default", "position": "-391.00;-244.00", "size": "200;34", "children": [{"name": null, "role": "AXPopUpButton", "description": null, "role_description": "pop up button", "value": null, "position": "-391.00;-244.00", "size": "0;0", "children": []}]}, {"name": null, "role": "AXTextField", "description": null, "role_description": "text field", "value": "", "position": "-391.00;-244.00", "size": "200;34", "children": []}, {"name": null, "role": "AXGroup", "description": "Action Toolbar", "role_description": "group", "value": 0, "position": "-391.00;-244.00", "size": "26;34", "children": [{"name": null, "role": "AXButton", "description": "Show Scheme Actions", "role_description": "button", "value": null, "position": "-391.00;-244.00", "size": "26;24", "children": []}]}, {"name": null, "role": "AXLink", "description": "Change IDE Theme…", "role_description": "link", "value": null, "position": "-391.00;-244.00", "size": "131;17", "children": []}, {"name": null, "role": "AXImage", "description": null, "role_description": "image", "value": null, "position": "-391.00;-244.00", "size": "16;16", "children": []}, {"name": null, "role": "AXStaticText", "description": "", "role_description": "text", "value": "", "position": "-391.00;-244.00", "size": "0;0", "children": []}, {"name": null, "role": "AXScrollArea", "description": null, "role_description": "scroll area", "value": 0, "position": "-391.00;-244.00", "size": "431;238", "children": [{"name": null, "role": "AXScrollBar", "description": null, "role_description": "scroll bar", "value": 0, "position": "-391.00;-244.00", "size": "14;236", "children": []}, {"name": null, "role": "AXScrollBar", "description": null, "role_description": "scroll bar", "value": 0, "position": "-391.00;-244.00", "size": "0;0", "children": []}, {"name": null, "role": "AXOutline", "description": "tree", "role_description": "outline", "value": 0, "position": "-391.00;-244.00", "size": "429;248", "children": [{"name": null, "role": "AXRow", "description": "'>' block", "role_description": "row", "value": 0, "position": "-391.00;-244.00", "size": "58;24", "children": [{"name": null, "role": "AXStaticText", "description": "'>' block", "role_description": "text", "value": 0, "position": "-391.00;-244.00", "size": "58;24", "children": []}]}, {"name": null, "role": "AXRow", "description": "'|' block", "role_description": "row", "value": 0, "position": "-391.00;-244.00", "size": "53;24", "children": [{"name": null, "role": "AXStaticText", "description": "'|' block", "role_description": "text", "value": 0, "position": "-391.00;-244.00", "size": "53;24", "children": []}]}, {"name": null, "role": "AXRow", "description": "Anchor/Alias", "role_description": "row", "value": 0, "position": "-391.00;-244.00", "size": "84;24", "children": [{"name": null, "role": "AXStaticText", "description": "Anchor/Alias", "role_description": "text", "value": 0, "position": "-391.00;-244.00", "size": "84;24", "children": []}]}, {"name": null, "role": "AXRow", "description": "Comment", "role_description": "row", "value": 0, "position": "-391.00;-244.00", "size": "66;24", "children": [{"name": null, "role": "AXStaticText", "description": "Comment", "role_description": "text", "value": 0, "position": "-391.00;-244.00", "size": "66;24", "children": []}]}, {"name": null, "role": "AXRow", "description": "Double quoted string", "role_description": "row", "value": 0, "position": "-391.00;-244.00", "size": "136;24", "children": [{"name": null, "role": "AXStaticText", "description": "Double quoted string", "role_description": "text", "value": 0, "position": "-391.00;-244.00", "size": "136;24", "children": []}]}, {"name": null, "role": "AXRow", "description": "Key", "role_description": "row", "value": 0, "position": "-391.00;-244.00", "size": "30;24", "children": [{"name": null, "role": "AXStaticText", "description": "Key", "role_description": "text", "value": 0, "position": "-391.00;-244.00", "size": "30;24", "children": []}]}, {"name": null, "role": "No role", "description": "", "role_description": "", "value": null, "position": "", "size": "", "children": []}, {"name": null, "role": "No role", "description": "", "role_description": "", "value": null, "position": "", "size": "", "children": []}, {"name": null, "role": "No role", "description": "", "role_description": "", "value": null, "position": "", "size": "", "children": []}]}]}, {"name": null, "role": "AXGroup", "description": "", "role_description": "group", "value": 0, "position": "-391.00;-244.00", "size": "40;34", "children": []}, {"name": null, "role": "AXScrollArea", "description": null, "role_description": "scroll area", "value": 0, "position": "-391.00;-244.00", "size": "705;283", "children": [{"name": null, "role": "AXScrollBar", "description": null, "role_description": "scroll bar", "value": 0, "position": "-391.00;-244.00", "size": "18;281", "children": [{"name": null, "role": "AXButton", "description": "", "role_description": "button", "value": null, "position": "-391.00;-244.00", "size": "18;0", "children": []}, {"name": null, "role": "AXButton", "description": "", "role_description": "button", "value": null, "position": "-391.00;-244.00", "size": "18;0", "children": []}]}, {"name": null, "role": "AXScrollBar", "description": null, "role_description": "scroll bar", "value": 0, "position": "-391.00;-244.00", "size": "0;0", "children": []}, {"name": null, "role": "AXGroup", "description": "", "role_description": "group", "value": 0, "position": "-391.00;-244.00", "size": "0;0", "children": []}, {"name": null, "role": "AXStaticText", "description": "", "role_description": "text", "value": "", "position": "-391.00;-244.00", "size": "0;0", "children": []}, {"name": null, "role": "AXGroup", "description": null, "role_description": "group", "value": 0, "position": "-391.00;-244.00", "size": "11;418", "children": []}, {"name": null, "role": "AXTextArea", "description": "Editor", "role_description": "text entry area", "value": "---\n# Read about fixtures at http://ar.rubyonrails.org/classes/Fixtures.html\nstatic_sidebar:\n  id: \"foo\"\n  name: 'side_bar'\n  staged_position: 1\n  blog_id: 1\n  config: |+\n    --- !map:HashWithIndifferentAccess\n      title: Static Sidebar\n      body: The body of a static sidebar\n  type: StaticSidebar\n  description: >\n    Sidebar configuration example\n  extensions:\n    - &params \n        auto_run: true\n        reload: true\n    - *params", "position": "-391.00;-244.00", "size": "692;418", "children": []}]}, {"name": null, "role": "AXImage", "description": null, "role_description": "image", "value": null, "position": "-391.00;-244.00", "size": "17;6", "children": []}, {"name": null, "role": "AXStaticText", "description": "Scheme:", "role_description": "text", "value": "Scheme:", "position": "-391.00;-244.00", "size": "53;17", "children": []}, {"name": null, "role": "AXPopUpButton", "description": null, "role_description": "pop up button", "value": "Dark Theme default", "position": "-391.00;-244.00", "size": "200;34", "children": [{"name": null, "role": "AXPopUpButton", "description": null, "role_description": "pop up button", "value": null, "position": "-391.00;-244.00", "size": "0;0", "children": []}]}, {"name": null, "role": "AXTextField", "description": null, "role_description": "text field", "value": "", "position": "-391.00;-244.00", "size": "200;34", "children": []}, {"name": null, "role": "AXGroup", "description": "Action Toolbar", "role_description": "group", "value": 0, "position": "-391.00;-244.00", "size": "26;34", "children": [{"name": null, "role": "AXButton", "description": "Show Scheme Actions", "role_description": "button", "value": null, "position": "-391.00;-244.00", "size": "26;24", "children": []}]}, {"name": null, "role": "AXLink", "description": "Change IDE Theme…", "role_description": "link", "value": null, "position": "-391.00;-244.00", "size": "131;17", "children": []}, {"name": null, "role": "AXImage", "description": null, "role_description": "image", "value": null, "position": "-391.00;-244.00", "size": "16;16", "children": []}, {"name": null, "role": "AXStaticText", "description": "", "role_description": "text", "value": "", "position": "-391.00;-244.00", "size": "0;0", "children": []}, {"name": null, "role": "AXScrollArea", "description": null, "role_description": "scroll area", "value": 0, "position": "-391.00;-244.00", "size": "431;238", "children": [{"name": null, "role": "AXOutline", "description": "tree", "role_description": "outline", "value": 0, "position": "-391.00;-244.00", "size": "429;236", "children": [{"name": null, "role": "AXRow", "description": "All", "role_description": "row", "value": 0, "position": "-391.00;-244.00", "size": "21;24", "children": [{"name": null, "role": "AXStaticText", "description": "All", "role_description": "text", "value": 0, "position": "-391.00;-244.00", "size": "21;24", "children": []}]}, {"name": null, "role": "AXRow", "description": "Non-Project Files", "role_description": "row", "value": 0, "position": "-391.00;-244.00", "size": "113;24", "children": [{"name": null, "role": "AXStaticText", "description": "Non-Project Files", "role_description": "text", "value": 0, "position": "-391.00;-244.00", "size": "113;24", "children": []}]}, {"name": null, "role": "AXRow", "description": "Open Files", "role_description": "row", "value": 0, "position": "-391.00;-244.00", "size": "71;24", "children": [{"name": null, "role": "AXStaticText", "description": "Open Files", "role_description": "text", "value": 0, "position": "-391.00;-244.00", "size": "71;24", "children": []}]}, {"name": null, "role": "AXRow", "description": "Project Files", "role_description": "row", "value": 0, "position": "-391.00;-244.00", "size": "82;24", "children": [{"name": null, "role": "AXStaticText", "description": "Project Files", "role_description": "text", "value": 0, "position": "-391.00;-244.00", "size": "82;24", "children": []}]}, {"name": null, "role": "AXRow", "description": "Scratches and Consoles", "role_description": "row", "value": 0, "position": "-391.00;-244.00", "size": "155;24", "children": [{"name": null, "role": "AXStaticText", "description": "Scratches and Consoles", "role_description": "text", "value": 0, "position": "-391.00;-244.00", "size": "155;24", "children": []}]}]}, {"name": null, "role": "AXScrollBar", "description": null, "role_description": "scroll bar", "value": 0, "position": "-391.00;-244.00", "size": "0;0", "children": []}, {"name": null, "role": "AXScrollBar", "description": null, "role_description": "scroll bar", "value": 0, "position": "-391.00;-244.00", "size": "0;0", "children": []}]}, {"name": null, "role": "AXButton", "description": "Manage Scopes…", "role_description": "button", "value": null, "position": "-391.00;-244.00", "size": "230;34", "children": []}, {"name": null, "role": "AXStaticText", "description": "Scheme:", "role_description": "text", "value": "Scheme:", "position": "-391.00;-244.00", "size": "53;17", "children": []}, {"name": null, "role": "AXPopUpButton", "description": null, "role_description": "pop up button", "value": "Dark Theme default", "position": "-391.00;-244.00", "size": "200;34", "children": [{"name": null, "role": "AXPopUpButton", "description": null, "role_description": "pop up button", "value": null, "position": "-391.00;-244.00", "size": "0;0", "children": []}]}, {"name": null, "role": "AXTextField", "description": null, "role_description": "text field", "value": "", "position": "-391.00;-244.00", "size": "200;34", "children": []}, {"name": null, "role": "AXGroup", "description": "Action Toolbar", "role_description": "group", "value": 0, "position": "-391.00;-244.00", "size": "26;34", "children": [{"name": null, "role": "AXButton", "description": "Show Scheme Actions", "role_description": "button", "value": null, "position": "-391.00;-244.00", "size": "26;24", "children": []}]}, {"name": null, "role": "AXLink", "description": "Change IDE Theme…", "role_description": "link", "value": null, "position": "-391.00;-244.00", "size": "131;17", "children": []}, {"name": null, "role": "AXImage", "description": null, "role_description": "image", "value": null, "position": "-391.00;-244.00", "size": "16;16", "children": []}, {"name": null, "role": "AXStaticText", "description": "", "role_description": "text", "value": "", "position": "-391.00;-244.00", "size": "0;0", "children": []}, {"name": null, "role": "AXScrollArea", "description": null, "role_description": "scroll area", "value": 0, "position": "-391.00;-244.00", "size": "431;528", "children": [{"name": null, "role": "AXOutline", "description": "tree", "role_description": "outline", "value": 0, "position": "-391.00;-244.00", "size": "429;526", "children": [{"name": null, "role": "AXRow", "description": "'Black' cell", "role_description": "row", "value": 0, "position": "-391.00;-244.00", "size": "70;24", "children": [{"name": null, "role": "AXStaticText", "description": "'Black' cell", "role_description": "text", "value": 0, "position": "-391.00;-244.00", "size": "70;24", "children": []}]}, {"name": null, "role": "AXRow", "description": "'White' cell", "role_description": "row", "value": 0, "position": "-391.00;-244.00", "size": "72;24", "children": [{"name": null, "role": "AXStaticText", "description": "'White' cell", "role_description": "text", "value": 0, "position": "-391.00;-244.00", "size": "72;24", "children": []}]}, {"name": null, "role": "AXRow", "description": "Background", "role_description": "row", "value": 0, "position": "-391.00;-244.00", "size": "80;24", "children": [{"name": null, "role": "AXStaticText", "description": "Background", "role_description": "text", "value": 0, "position": "-391.00;-244.00", "size": "80;24", "children": []}]}, {"name": null, "role": "AXRow", "description": "Grid line", "role_description": "row", "value": 0, "position": "-391.00;-244.00", "size": "57;24", "children": [{"name": null, "role": "AXStaticText", "description": "Grid line", "role_description": "text", "value": 0, "position": "-391.00;-244.00", "size": "57;24", "children": []}]}]}, {"name": null, "role": "AXScrollBar", "description": null, "role_description": "scroll bar", "value": 0, "position": "-391.00;-244.00", "size": "0;0", "children": []}, {"name": null, "role": "AXScrollBar", "description": null, "role_description": "scroll bar", "value": 0, "position": "-391.00;-244.00", "size": "0;0", "children": []}]}, {"name": null, "role": "AXStaticText", "description": "Scheme:", "role_description": "text", "value": "Scheme:", "position": "-391.00;-244.00", "size": "53;17", "children": []}, {"name": null, "role": "AXPopUpButton", "description": null, "role_description": "pop up button", "value": "Default", "position": "-391.00;-244.00", "size": "200;34", "children": [{"name": null, "role": "AXPopUpButton", "description": null, "role_description": "pop up button", "value": null, "position": "-391.00;-244.00", "size": "0;0", "children": []}]}, {"name": null, "role": "AXTextField", "description": null, "role_description": "text field", "value": "", "position": "-391.00;-244.00", "size": "200;34", "children": []}, {"name": null, "role": "AXGroup", "description": "Action Toolbar", "role_description": "group", "value": 0, "position": "-391.00;-244.00", "size": "26;34", "children": [{"name": null, "role": "AXButton", "description": "Show Scheme Actions", "role_description": "button", "value": null, "position": "-391.00;-244.00", "size": "26;24", "children": []}]}, {"name": null, "role": "AXStaticText", "description": "", "role_description": "text", "value": "", "position": "-391.00;-244.00", "size": "0;0", "children": []}, {"name": null, "role": "AXLink", "description": "Set from...", "role_description": "link", "value": null, "position": "-391.00;-244.00", "size": "0;0", "children": []}, {"name": null, "role": "AXImage", "description": "", "role_description": "image", "value": null, "position": "-391.00;-244.00", "size": "16;16", "children": []}, {"name": null, "role": "AXStaticText", "description": "", "role_description": "text", "value": "", "position": "-391.00;-244.00", "size": "0;0", "children": []}, {"name": null, "role": "AXLink", "description": "Disable", "role_description": "link", "value": null, "position": "-391.00;-244.00", "size": "47;17", "children": []}, {"name": null, "role": "AXStaticText", "description": "Loading...", "role_description": "text", "value": "Loading...", "position": "-391.00;-244.00", "size": "737;541", "children": []}, {"name": null, "role": "AXScrollArea", "description": null, "role_description": "scroll area", "value": 0, "position": "-391.00;-244.00", "size": "737;541", "children": [{"name": null, "role": "AXScrollBar", "description": null, "role_description": "scroll bar", "value": 0, "position": "-391.00;-244.00", "size": "0;0", "children": []}, {"name": null, "role": "AXScrollBar", "description": null, "role_description": "scroll bar", "value": 0, "position": "-391.00;-244.00", "size": "0;0", "children": []}, {"name": null, "role": "AXTabGroup", "description": "General", "role_description": "tab group", "value": "{\n    \"name\": null,\n    \"role\": \"No role\",\n    \"description\": \"\",\n    \"role_description\": \"\",\n    \"value\": null,\n    \"position\": \"\",\n    \"size\": \"\",\n    \"children\": []\n}", "position": "-391.00;-244.00", "size": "737;541", "children": [{"name": null, "role": "No role", "description": "", "role_description": "", "value": null, "position": "", "size": "", "children": []}, {"name": null, "role": "No role", "description": "", "role_description": "", "value": null, "position": "", "size": "", "children": []}, {"name": null, "role": "AXStaticText", "description": "Line separator:", "role_description": "text", "value": "Line separator:", "position": "-391.00;-244.00", "size": "92;17", "children": []}, {"name": null, "role": "AXPopUpButton", "description": "Line separator:", "role_description": "pop up button", "value": "System-Dependent", "position": "-391.00;-244.00", "size": "192;34", "children": [{"name": null, "role": "AXPopUpButton", "description": null, "role_description": "pop up button", "value": null, "position": "-391.00;-244.00", "size": "0;0", "children": [{"name": null, "role": "AXMenuItem", "description": null, "role_description": "menu item", "value": null, "position": "-391.00;-244.00", "size": "0;0", "children": [{"name": null, "role": "AXList", "description": "list", "role_description": "list", "value": 0, "position": "-391.00;-244.00", "size": "0;0", "children": [{"name": null, "role": "AXRow", "description": "System-Dependent", "role_description": "row", "value": 0, "position": "-391.00;-244.00", "size": "0;24", "children": [{"name": null, "role": "AXStaticText", "description": "System-Dependent", "role_description": "text", "value": 0, "position": "-391.00;-244.00", "size": "0;24", "children": []}]}, {"name": null, "role": "AXRow", "description": "Unix and macOS (\\n)", "role_description": "row", "value": 0, "position": "-391.00;-244.00", "size": "0;24", "children": [{"name": null, "role": "AXStaticText", "description": "Unix and macOS (\\n)", "role_description": "text", "value": 0, "position": "-391.00;-244.00", "size": "0;24", "children": []}]}, {"name": null, "role": "AXRow", "description": "Windows (\\r\\n)", "role_description": "row", "value": 0, "position": "-391.00;-244.00", "size": "0;24", "children": [{"name": null, "role": "AXStaticText", "description": "Windows (\\r\\n)", "role_description": "text", "value": 0, "position": "-391.00;-244.00", "size": "0;24", "children": []}]}, {"name": null, "role": "AXRow", "description": "Classic Mac OS (\\r)", "role_description": "row", "value": 0, "position": "-391.00;-244.00", "size": "0;24", "children": [{"name": null, "role": "AXStaticText", "description": "Classic Mac OS (\\r)", "role_description": "text", "value": 0, "position": "-391.00;-244.00", "size": "0;24", "children": []}]}]}, {"name": null, "role": "AXScrollBar", "description": null, "role_description": "scroll bar", "value": 0, "position": "-391.00;-244.00", "size": "0;0", "children": []}]}]}]}, {"name": null, "role": "AXTextField", "description": "text/html", "role_description": "text field", "value": "\nApplied to new files", "position": "-391.00;-244.00", "size": "112;15", "children": [{"name": null, "role": "AXTextField", "description": "text/html", "role_description": "text field", "value": null, "position": "-391.00;-244.00", "size": "0;0", "children": []}, {"name": null, "role": "AXTextField", "description": "text/html", "role_description": "text field", "value": null, "position": "-391.00;-244.00", "size": "112;15", "children": []}, {"name": null, "role": "AXTextField", "description": "text/html", "role_description": "text field", "value": null, "position": "-391.00;-244.00", "size": "0;15", "children": []}]}, {"name": null, "role": "AXStaticText", "description": "Hard wrap at:", "role_description": "text", "value": "Hard wrap at:", "position": "-391.00;-244.00", "size": "83;17", "children": []}, {"name": null, "role": "AXTextField", "description": "Hard wrap at:", "role_description": "text field", "value": "120", "position": "-391.00;-244.00", "size": "204;34", "children": []}, {"name": null, "role": "AXStaticText", "description": "columns", "role_description": "text", "value": "columns", "position": "-391.00;-244.00", "size": "51;17", "children": []}, {"name": null, "role": "AXCheckBox", "description": "Wrap on typing", "role_description": "checkbox", "value": 0, "position": "-391.00;-244.00", "size": "122;25", "children": []}, {"name": null, "role": "AXStaticText", "description": "Visual guides:", "role_description": "text", "value": "Visual guides:", "position": "-391.00;-244.00", "size": "85;17", "children": []}, {"name": null, "role": "AXTextField", "description": "Visual guides:", "role_description": "text field", "value": "", "position": "-391.00;-244.00", "size": "204;34", "children": []}, {"name": null, "role": "AXStaticText", "description": "columns", "role_description": "text", "value": "columns", "position": "-391.00;-244.00", "size": "51;17", "children": []}, {"name": null, "role": "AXTextField", "description": "text/html", "role_description": "text field", "value": "\nSpecify one guide (80) or several (80, 120)", "position": "-391.00;-244.00", "size": "242;15", "children": [{"name": null, "role": "AXTextField", "description": "text/html", "role_description": "text field", "value": null, "position": "-391.00;-244.00", "size": "0;0", "children": []}, {"name": null, "role": "AXTextField", "description": "text/html", "role_description": "text field", "value": null, "position": "-391.00;-244.00", "size": "242;15", "children": []}, {"name": null, "role": "AXTextField", "description": "text/html", "role_description": "text field", "value": null, "position": "-391.00;-244.00", "size": "0;15", "children": []}]}, {"name": null, "role": "AXCheckBox", "description": "Detect and use existing file indents for editing", "role_description": "checkbox", "value": 1, "position": "-391.00;-244.00", "size": "311;25", "children": []}, {"name": null, "role": "AXCheckBox", "description": "Enable EditorConfig support", "role_description": "checkbox", "value": 1, "position": "-391.00;-244.00", "size": "201;25", "children": []}, {"name": null, "role": "AXTextField", "description": "text/html", "role_description": "text field", "value": "\nEditorConfig may override the IDE code style settings", "position": "-391.00;-244.00", "size": "304;15", "children": [{"name": null, "role": "AXTextField", "description": "text/html", "role_description": "text field", "value": null, "position": "-391.00;-244.00", "size": "0;0", "children": []}, {"name": null, "role": "AXTextField", "description": "text/html", "role_description": "text field", "value": null, "position": "-391.00;-244.00", "size": "304;15", "children": []}, {"name": null, "role": "AXTextField", "description": "text/html", "role_description": "text field", "value": null, "position": "-391.00;-244.00", "size": "0;15", "children": []}]}]}]}, {"name": null, "role": "AXStaticText", "description": "Scheme:", "role_description": "text", "value": "Scheme:", "position": "-391.00;-244.00", "size": "53;17", "children": []}, {"name": null, "role": "AXPopUpButton", "description": null, "role_description": "pop up button", "value": "Default", "position": "-391.00;-244.00", "size": "200;34", "children": [{"name": null, "role": "AXPopUpButton", "description": null, "role_description": "pop up button", "value": null, "position": "-391.00;-244.00", "size": "0;0", "children": []}]}, {"name": null, "role": "AXTextField", "description": null, "role_description": "text field", "value": "", "position": "-391.00;-244.00", "size": "200;34", "children": []}, {"name": null, "role": "AXGroup", "description": "Action Toolbar", "role_description": "group", "value": 0, "position": "-391.00;-244.00", "size": "26;34", "children": [{"name": null, "role": "AXButton", "description": "Show Scheme Actions", "role_description": "button", "value": null, "position": "-391.00;-244.00", "size": "26;24", "children": []}]}, {"name": null, "role": "AXStaticText", "description": "", "role_description": "text", "value": "", "position": "-391.00;-244.00", "size": "0;0", "children": []}, {"name": null, "role": "AXLink", "description": "Set from...", "role_description": "link", "value": null, "position": "-391.00;-244.00", "size": "66;17", "children": []}, {"name": null, "role": "AXImage", "description": "", "role_description": "image", "value": null, "position": "-391.00;-244.00", "size": "16;16", "children": []}, {"name": null, "role": "AXStaticText", "description": "", "role_description": "text", "value": "", "position": "-391.00;-244.00", "size": "0;0", "children": []}, {"name": null, "role": "AXLink", "description": "Disable", "role_description": "link", "value": null, "position": "-391.00;-244.00", "size": "47;17", "children": []}, {"name": null, "role": "AXStaticText", "description": "Loading...", "role_description": "text", "value": "Loading...", "position": "-391.00;-244.00", "size": "737;536", "children": []}, {"name": null, "role": "AXTabGroup", "description": "Tabs and Indents", "role_description": "tab group", "value": "{\n    \"name\": null,\n    \"role\": \"No role\",\n    \"description\": \"\",\n    \"role_description\": \"\",\n    \"value\": null,\n    \"position\": \"\",\n    \"size\": \"\",\n    \"children\": []\n}", "position": "-391.00;-244.00", "size": "737;536", "children": [{"name": null, "role": "No role", "description": "", "role_description": "", "value": null, "position": "", "size": "", "children": []}, {"name": null, "role": "No role", "description": "", "role_description": "", "value": null, "position": "", "size": "", "children": []}, {"name": null, "role": "No role", "description": "", "role_description": "", "value": null, "position": "", "size": "", "children": []}, {"name": null, "role": "No role", "description": "", "role_description": "", "value": null, "position": "", "size": "", "children": []}, {"name": null, "role": "No role", "description": "", "role_description": "", "value": null, "position": "", "size": "", "children": []}, {"name": null, "role": "No role", "description": "", "role_description": "", "value": null, "position": "", "size": "", "children": []}, {"name": null, "role": "No role", "description": "", "role_description": "", "value": null, "position": "", "size": "", "children": []}, {"name": null, "role": "No role", "description": "", "role_description": "", "value": null, "position": "", "size": "", "children": []}, {"name": null, "role": "No role", "description": "", "role_description": "", "value": null, "position": "", "size": "", "children": []}, {"name": null, "role": "No role", "description": "", "role_description": "", "value": null, "position": "", "size": "", "children": []}, {"name": null, "role": "No role", "description": "", "role_description": "", "value": null, "position": "", "size": "", "children": []}, {"name": null, "role": "AXScrollArea", "description": null, "role_description": "scroll area", "value": 0, "position": "-391.00;-244.00", "size": "241;507", "children": [{"name": null, "role": "AXCheckBox", "description": "Use tab character", "role_description": "checkbox", "value": 0, "position": "-391.00;-244.00", "size": "138;25", "children": []}, {"name": null, "role": "AXCheckBox", "description": "Smart tabs", "role_description": "checkbox", "value": 0, "position": "-391.00;-244.00", "size": "95;25", "children": []}, {"name": null, "role": "AXStaticText", "description": "Tab size:", "role_description": "text", "value": "Tab size:", "position": "-391.00;-244.00", "size": "142;17", "children": []}, {"name": null, "role": "AXTextField", "description": "Tab size:", "role_description": "text field", "value": "4", "position": "-391.00;-244.00", "size": "68;34", "children": []}, {"name": null, "role": "AXStaticText", "description": "Indent:", "role_description": "text", "value": "Indent:", "position": "-391.00;-244.00", "size": "142;17", "children": []}, {"name": null, "role": "AXTextField", "description": "Indent:", "role_description": "text field", "value": "4", "position": "-391.00;-244.00", "size": "68;34", "children": []}, {"name": null, "role": "AXStaticText", "description": "Continuation indent:", "role_description": "text", "value": "Continuation indent:", "position": "-391.00;-244.00", "size": "142;17", "children": []}, {"name": null, "role": "AXTextField", "description": "Continuation indent:", "role_description": "text field", "value": "8", "position": "-391.00;-244.00", "size": "68;34", "children": []}, {"name": null, "role": "AXCheckBox", "description": "Keep indents on empty lines", "role_description": "checkbox", "value": 0, "position": "-391.00;-244.00", "size": "202;25", "children": []}, {"name": null, "role": "AXScrollBar", "description": null, "role_description": "scroll bar", "value": 0, "position": "-391.00;-244.00", "size": "0;0", "children": []}, {"name": null, "role": "AXScrollBar", "description": null, "role_description": "scroll bar", "value": 0, "position": "-391.00;-244.00", "size": "0;0", "children": []}]}, {"name": null, "role": "AXScrollArea", "description": null, "role_description": "scroll area", "value": 0, "position": "-391.00;-244.00", "size": "493;507", "children": [{"name": null, "role": "AXScrollBar", "description": null, "role_description": "scroll bar", "value": 0, "position": "-391.00;-244.00", "size": "14;507", "children": []}, {"name": null, "role": "AXScrollBar", "description": null, "role_description": "scroll bar", "value": 0, "position": "-391.00;-244.00", "size": "0;0", "children": []}, {"name": null, "role": "AXGroup", "description": "", "role_description": "group", "value": 0, "position": "-391.00;-244.00", "size": "0;0", "children": []}, {"name": null, "role": "AXStaticText", "description": "", "role_description": "text", "value": "", "position": "-391.00;-244.00", "size": "0;0", "children": []}, {"name": null, "role": "AXGroup", "description": null, "role_description": "group", "value": 0, "position": "-391.00;-244.00", "size": "0;507", "children": []}, {"name": null, "role": "AXTextArea", "description": "Editor", "role_description": "text entry area", "value": "def foo():\n    print('bar')\n\n\ndef long_function_name(\n        var_one, var_two, var_three,\n        var_four):\n    print(var_one)\n", "position": "-391.00;-244.00", "size": "493;507", "children": []}]}]}, {"name": null, "role": "AXStaticText", "description": "Scheme:", "role_description": "text", "value": "Scheme:", "position": "-391.00;-244.00", "size": "53;17", "children": []}, {"name": null, "role": "AXPopUpButton", "description": null, "role_description": "pop up button", "value": "Default", "position": "-391.00;-244.00", "size": "200;34", "children": [{"name": null, "role": "AXPopUpButton", "description": null, "role_description": "pop up button", "value": null, "position": "-391.00;-244.00", "size": "0;0", "children": []}]}, {"name": null, "role": "AXTextField", "description": null, "role_description": "text field", "value": "", "position": "-391.00;-244.00", "size": "200;34", "children": []}, {"name": null, "role": "AXGroup", "description": "Action Toolbar", "role_description": "group", "value": 0, "position": "-391.00;-244.00", "size": "26;34", "children": [{"name": null, "role": "AXButton", "description": "Show Scheme Actions", "role_description": "button", "value": null, "position": "-391.00;-244.00", "size": "26;24", "children": []}]}, {"name": null, "role": "AXStaticText", "description": "", "role_description": "text", "value": "", "position": "-391.00;-244.00", "size": "0;0", "children": []}, {"name": null, "role": "AXLink", "description": "Set from...", "role_description": "link", "value": null, "position": "-391.00;-244.00", "size": "66;17", "children": []}, {"name": null, "role": "AXImage", "description": "", "role_description": "image", "value": null, "position": "-391.00;-244.00", "size": "16;16", "children": []}, {"name": null, "role": "AXStaticText", "description": "", "role_description": "text", "value": "", "position": "-391.00;-244.00", "size": "0;0", "children": []}, {"name": null, "role": "AXLink", "description": "Disable", "role_description": "link", "value": null, "position": "-391.00;-244.00", "size": "47;17", "children": []}, {"name": null, "role": "AXStaticText", "description": "Loading...", "role_description": "text", "value": "Loading...", "position": "-391.00;-244.00", "size": "737;536", "children": []}, {"name": null, "role": "AXTabGroup", "description": "Spaces", "role_description": "tab group", "value": "{\n    \"name\": null,\n    \"role\": \"No role\",\n    \"description\": \"\",\n    \"role_description\": \"\",\n    \"value\": null,\n    \"position\": \"\",\n    \"size\": \"\",\n    \"children\": []\n}", "position": "-391.00;-244.00", "size": "737;536", "children": [{"name": null, "role": "No role", "description": "", "role_description": "", "value": null, "position": "", "size": "", "children": []}, {"name": null, "role": "No role", "description": "", "role_description": "", "value": null, "position": "", "size": "", "children": []}, {"name": null, "role": "No role", "description": "", "role_description": "", "value": null, "position": "", "size": "", "children": []}, {"name": null, "role": "No role", "description": "", "role_description": "", "value": null, "position": "", "size": "", "children": []}, {"name": null, "role": "No role", "description": "", "role_description": "", "value": null, "position": "", "size": "", "children": []}, {"name": null, "role": "No role", "description": "", "role_description": "", "value": null, "position": "", "size": "", "children": []}, {"name": null, "role": "No role", "description": "", "role_description": "", "value": null, "position": "", "size": "", "children": []}, {"name": null, "role": "AXScrollArea", "description": null, "role_description": "scroll area", "value": 0, "position": "-391.00;-244.00", "size": "186;507", "children": [{"name": null, "role": "AXOutline", "description": "tree", "role_description": "outline", "value": 0, "position": "-391.00;-244.00", "size": "186;507", "children": [{"name": null, "role": "AXRow", "description": null, "role_description": "row", "value": 0, "position": "-391.00;-244.00", "size": "118;24", "children": [{"name": null, "role": "AXCheckBox", "description": "", "role_description": "checkbox", "value": 0, "position": "-391.00;-244.00", "size": "24;24", "children": []}, {"name": null, "role": "AXStaticText", "description": "After ':'", "role_description": "text", "value": "After ':'", "position": "-391.00;-244.00", "size": "86;21", "children": []}]}, {"name": null, "role": "AXRow", "description": null, "role_description": "row", "value": 0, "position": "-391.00;-244.00", "size": "138;24", "children": [{"name": null, "role": "AXCheckBox", "description": "", "role_description": "checkbox", "value": 1, "position": "-391.00;-244.00", "size": "24;24", "children": []}, {"name": null, "role": "AXStaticText", "description": "Around separator", "role_description": "text", "value": "Around separator", "position": "-391.00;-244.00", "size": "86;21", "children": []}]}, {"name": null, "role": "AXRow", "description": null, "role_description": "row", "value": 0, "position": "-391.00;-244.00", "size": "84;24", "children": [{"name": null, "role": "AXCheckBox", "description": "", "role_description": "checkbox", "value": 0, "position": "-391.00;-244.00", "size": "24;24", "children": []}, {"name": null, "role": "AXStaticText", "description": "Before ':'", "role_description": "text", "value": "Before ':'", "position": "-391.00;-244.00", "size": "86;21", "children": []}]}, {"name": null, "role": "AXRow", "description": null, "role_description": "row", "value": 0, "position": "-391.00;-244.00", "size": "74;24", "children": [{"name": null, "role": "AXCheckBox", "description": "", "role_description": "checkbox", "value": 0, "position": "-391.00;-244.00", "size": "24;24", "children": []}, {"name": null, "role": "AXStaticText", "description": "After ':'", "role_description": "text", "value": "After ':'", "position": "-391.00;-244.00", "size": "86;21", "children": []}]}, {"name": null, "role": "AXRow", "description": null, "role_description": "row", "value": 0, "position": "-391.00;-244.00", "size": "42;24", "children": [{"name": null, "role": "AXCheckBox", "description": "", "role_description": "checkbox", "value": 1, "position": "-391.00;-244.00", "size": "24;24", "children": []}, {"name": null, "role": "AXStaticText", "description": "After comma", "role_description": "text", "value": "After comma", "position": "-391.00;-244.00", "size": "86;21", "children": []}]}, {"name": null, "role": "AXRow", "description": null, "role_description": "row", "value": 0, "position": "-391.00;-244.00", "size": "120;24", "children": [{"name": null, "role": "AXCheckBox", "description": "", "role_description": "checkbox", "value": 0, "position": "-391.00;-244.00", "size": "24;24", "children": []}, {"name": null, "role": "AXStaticText", "description": "Before comma", "role_description": "text", "value": "Before comma", "position": "-391.00;-244.00", "size": "86;21", "children": []}]}, {"name": null, "role": "AXRow", "description": null, "role_description": "row", "value": 0, "position": "-391.00;-244.00", "size": "110;24", "children": [{"name": null, "role": "AXCheckBox", "description": "", "role_description": "checkbox", "value": 1, "position": "-391.00;-244.00", "size": "24;24", "children": []}, {"name": null, "role": "AXStaticText", "description": "After comma", "role_description": "text", "value": "After comma", "position": "-391.00;-244.00", "size": "86;21", "children": []}]}]}, {"name": null, "role": "AXScrollBar", "description": null, "role_description": "scroll bar", "value": 0, "position": "-391.00;-244.00", "size": "0;0", "children": []}, {"name": null, "role": "AXScrollBar", "description": null, "role_description": "scroll bar", "value": 0, "position": "-391.00;-244.00", "size": "0;0", "children": []}]}, {"name": null, "role": "AXScrollArea", "description": null, "role_description": "scroll area", "value": 0, "position": "-391.00;-244.00", "size": "548;507", "children": [{"name": null, "role": "AXScrollBar", "description": null, "role_description": "scroll bar", "value": 0, "position": "-391.00;-244.00", "size": "14;507", "children": []}, {"name": null, "role": "AXScrollBar", "description": null, "role_description": "scroll bar", "value": 0, "position": "-391.00;-244.00", "size": "0;0", "children": []}, {"name": null, "role": "AXGroup", "description": "", "role_description": "group", "value": 0, "position": "-391.00;-244.00", "size": "0;0", "children": []}, {"name": null, "role": "AXStaticText", "description": "", "role_description": "text", "value": "", "position": "-391.00;-244.00", "size": "0;0", "children": []}, {"name": null, "role": "AXGroup", "description": null, "role_description": "group", "value": 0, "position": "-391.00;-244.00", "size": "0;507", "children": []}, {"name": null, "role": "AXTextArea", "description": "Editor", "role_description": "text entry area", "value": "root = true\n\n[foo]\ncharset = utf-8\nkey = value1, value2, value3\nkey2 = value4:value5\n; another comment\n", "position": "-391.00;-244.00", "size": "548;507", "children": []}]}]}, {"name": null, "role": "AXStaticText", "description": "Scheme:", "role_description": "text", "value": "Scheme:", "position": "-391.00;-244.00", "size": "53;17", "children": []}, {"name": null, "role": "AXPopUpButton", "description": null, "role_description": "pop up button", "value": "Default", "position": "-391.00;-244.00", "size": "200;34", "children": [{"name": null, "role": "AXPopUpButton", "description": null, "role_description": "pop up button", "value": null, "position": "-391.00;-244.00", "size": "0;0", "children": []}]}, {"name": null, "role": "AXTextField", "description": null, "role_description": "text field", "value": "", "position": "-391.00;-244.00", "size": "200;34", "children": []}, {"name": null, "role": "AXGroup", "description": "Action Toolbar", "role_description": "group", "value": 0, "position": "-391.00;-244.00", "size": "26;34", "children": [{"name": null, "role": "AXButton", "description": "Show Scheme Actions", "role_description": "button", "value": null, "position": "-391.00;-244.00", "size": "26;24", "children": []}]}, {"name": null, "role": "AXStaticText", "description": "", "role_description": "text", "value": "", "position": "-391.00;-244.00", "size": "0;0", "children": []}, {"name": null, "role": "AXLink", "description": "Set from...", "role_description": "link", "value": null, "position": "-391.00;-244.00", "size": "66;17", "children": []}, {"name": null, "role": "AXImage", "description": "", "role_description": "image", "value": null, "position": "-391.00;-244.00", "size": "16;16", "children": []}, {"name": null, "role": "AXStaticText", "description": "", "role_description": "text", "value": "", "position": "-391.00;-244.00", "size": "0;0", "children": []}, {"name": null, "role": "AXLink", "description": "Disable", "role_description": "link", "value": null, "position": "-391.00;-244.00", "size": "47;17", "children": []}, {"name": null, "role": "AXStaticText", "description": "Loading...", "role_description": "text", "value": "Loading...", "position": "-391.00;-244.00", "size": "737;536", "children": []}, {"name": null, "role": "AXTabGroup", "description": "Tabs and Indents", "role_description": "tab group", "value": "{\n    \"name\": null,\n    \"role\": \"No role\",\n    \"description\": \"\",\n    \"role_description\": \"\",\n    \"value\": null,\n    \"position\": \"\",\n    \"size\": \"\",\n    \"children\": []\n}", "position": "-391.00;-244.00", "size": "737;536", "children": [{"name": null, "role": "No role", "description": "", "role_description": "", "value": null, "position": "", "size": "", "children": []}, {"name": null, "role": "No role", "description": "", "role_description": "", "value": null, "position": "", "size": "", "children": []}, {"name": null, "role": "No role", "description": "", "role_description": "", "value": null, "position": "", "size": "", "children": []}, {"name": null, "role": "No role", "description": "", "role_description": "", "value": null, "position": "", "size": "", "children": []}, {"name": null, "role": "No role", "description": "", "role_description": "", "value": null, "position": "", "size": "", "children": []}, {"name": null, "role": "No role", "description": "", "role_description": "", "value": null, "position": "", "size": "", "children": []}, {"name": null, "role": "No role", "description": "", "role_description": "", "value": null, "position": "", "size": "", "children": []}, {"name": null, "role": "No role", "description": "", "role_description": "", "value": null, "position": "", "size": "", "children": []}, {"name": null, "role": "No role", "description": "", "role_description": "", "value": null, "position": "", "size": "", "children": []}, {"name": null, "role": "AXScrollArea", "description": null, "role_description": "scroll area", "value": 0, "position": "-391.00;-244.00", "size": "384;507", "children": [{"name": null, "role": "AXCheckBox", "description": "Use tab character", "role_description": "checkbox", "value": 0, "position": "-391.00;-244.00", "size": "138;25", "children": []}, {"name": null, "role": "AXCheckBox", "description": "Smart tabs", "role_description": "checkbox", "value": 0, "position": "-391.00;-244.00", "size": "95;25", "children": []}, {"name": null, "role": "AXStaticText", "description": "Tab size:", "role_description": "text", "value": "Tab size:", "position": "-391.00;-244.00", "size": "213;17", "children": []}, {"name": null, "role": "AXTextField", "description": "Tab size:", "role_description": "text field", "value": "4", "position": "-391.00;-244.00", "size": "140;34", "children": []}, {"name": null, "role": "AXStaticText", "description": "Indent:", "role_description": "text", "value": "Indent:", "position": "-391.00;-244.00", "size": "213;17", "children": []}, {"name": null, "role": "AXTextField", "description": "Indent:", "role_description": "text field", "value": "4", "position": "-391.00;-244.00", "size": "140;34", "children": []}, {"name": null, "role": "AXStaticText", "description": "Continuation indent:", "role_description": "text", "value": "Continuation indent:", "position": "-391.00;-244.00", "size": "213;17", "children": []}, {"name": null, "role": "AXTextField", "description": "Continuation indent:", "role_description": "text field", "value": "8", "position": "-391.00;-244.00", "size": "140;34", "children": []}, {"name": null, "role": "AXCheckBox", "description": "Keep indents on empty lines", "role_description": "checkbox", "value": 0, "position": "-391.00;-244.00", "size": "202;25", "children": []}, {"name": null, "role": "AXCheckBox", "description": "Use HTML indents within <style> and <script> tags", "role_description": "checkbox", "value": 0, "position": "-391.00;-244.00", "size": "345;25", "children": []}, {"name": null, "role": "AXScrollBar", "description": null, "role_description": "scroll bar", "value": 0, "position": "-391.00;-244.00", "size": "0;0", "children": []}, {"name": null, "role": "AXScrollBar", "description": null, "role_description": "scroll bar", "value": 0, "position": "-391.00;-244.00", "size": "0;0", "children": []}]}, {"name": null, "role": "AXScrollArea", "description": null, "role_description": "scroll area", "value": 0, "position": "-391.00;-244.00", "size": "350;507", "children": [{"name": null, "role": "AXScrollBar", "description": null, "role_description": "scroll bar", "value": 0, "position": "-391.00;-244.00", "size": "14;507", "children": []}, {"name": null, "role": "AXScrollBar", "description": null, "role_description": "scroll bar", "value": 0, "position": "-391.00;-244.00", "size": "336;14", "children": []}, {"name": null, "role": "AXGroup", "description": "", "role_description": "group", "value": 0, "position": "-391.00;-244.00", "size": "0;0", "children": []}, {"name": null, "role": "AXStaticText", "description": "", "role_description": "text", "value": "", "position": "-391.00;-244.00", "size": "0;0", "children": []}, {"name": null, "role": "AXGroup", "description": null, "role_description": "group", "value": 0, "position": "-391.00;-244.00", "size": "0;3322", "children": []}, {"name": null, "role": "AXTextArea", "description": "Editor", "role_description": "text entry area", "value": "<!DOCTYPE html>\n<html lang=\"en\">\n<head>\n    <title>WebStorm: The Smartest JavaScript IDE by JetBrains</title>\n    <meta charset=\"utf-8\">\n    <meta http-equiv=\"x-ua-compatible\"\n          content=\"IE=edge\">\n    <meta\n            name=\"viewport\"\n            content=\"width=device-width, maximum-scale=1\">\n    <link href=\"/favicon-32x32.png\" rel=\"icon\" sizes=\"32x32\" type=\"image/png\">\n    <link rel=\"canonical\" href=\"https://www.jetbrains.com/webstorm/\"/>        <!-- .117-->\n    <meta class=\"local\"\n          content=\"A powerful IDE for modern JavaScript development with code completion and refactoring for JavaScript, TypeScript, and the most popular web frameworks.\"\n          name=\"description\">\n    <script>\n        \n            var current_lang = 'en-us';\n                                                    var i18n_info = {\"current_lang\": \"en-us\", \"languages\": [{\n                                                    \"code\": \"en-us\", \"label\": \"English\"}, {\n                                                    \"code\": \"de-de\", \"label\": \"Deutsch\"}]};\n            var english_only_url_p\n                 </script>\n            <link href=\"/_assets/common.c3adb5a646375587a942.css\" rel=\"stylesheet\" type=\"\n    text/css\"\n        >\n  <style>\n    .page__beam._beam-1{-webkit-transform:translate(-40px,-700px);transform:translate(-40px,-700px)}.page__beam._beam-1 svg{position:absolute;left:50%;width:1244px;height:1250p\n    argin-le\n22px}\n  </style>\n    </head>\n\n<body class=\"nojs  \">\n<div class=\"\n    page\">\n                <div\n        class=\"page__header\">\n                <header class=\"menu-main\n                header\" id=\"js-menu-main\">\n<div class=\"wt-container\">\n<div class=\"wt-row w\n                    -row_nowrap wt-row_size_s wt-r\n                        w_align-items_center\">\n<div class=\"wt-col-aut\n                    -fill\">\n<a class=\"menu-main__logo-link\" href=\"/\"></a>\n</div>\n<div class=\"wt-co\n                         -inline wt-display-md-none men\n                    -main-skeleton-text-1\" style=\"min-width: 69px\"></div>\n<div class=\"wt-co\n                         -inline wt-display-md-none men\n                    -main-skeleton-text-1\" style=\"min-width: 81px\"></div>\n<div class=\"wt-co\n                         -inline wt-display-md-none men\n                    -main-skeleton-text-1\" style=\"min-width: 46px\"></div>\n<div\n                    class=\"wt-col-inline menu-main-skeleton-button\"></div>\n<div\n                class=\"\n            wt-col\n        inline me\n\n\n        n-skeleton-button\"></div>\n</div>\n</div>\n</header>\n\n\n\n  <div class=\"menu-second \" id=\"\n                js-menu-second\">\n\n    <div class=\"wt-container\">\n        <div id=\"\n                    js-menu-second-mobile-wrapper\" class=\"\n                        wt-display-none\">\n            <div id=\"js-menu-second-mobile\">\n                <div class=\"\n                            menu-second-mobile wt-row wt-row_size_m wt-row_align-items_center wt-row_justify_between \">\n                    <div class=\"wt-col-inline menu-second-skeleton-text-2\" style=\"max-width: 120px\"></div>\n                    <div\n                class=\"wt-col-inline m\n\n                -skeleton-button\" style=\"max-width: 80px\"></div>\n                </div>\n            </div>\n        </div>\n\n        <div id=\"js-menu\n                    op\" class=\"menu-second-desktop\n                               wt-row wt-row_size_0 wt-r\n                           r\">\n            <div class=\"wt-col-auto-fill\">\n                <a class=\"menu-second-title-box\"\n                   href=\"/webstorm/\">\n                                            <span class=\"menu-second-title-box__logo  jetbrains-l\n                                    go\">\n                            <svg class=\"_webstorm sprite-img\" xmlns:xlink=\"\n\n                            http://www.w3.org/1999/xlink\"><use xlink:href=\"#webstorm\"></use></svg>\n                        </span>\n\n                    <span class=\"\n\n                    menu-second-title-box__title wt-h3  \">WebStorm</span>\n                </a>\n            </div>\n\n                                                        <\n                    a href=\"\n                    /webstorm/whatsnew/\"\n                       class=\"wt-col-inline wt-text-2  wt-text-2_hardness_average menu-second__link\">\n                        What&#39;s New\n                                            </a>\n<a href=\"/webstorm/features/\"\n                       class=\"wt-col-inline wt-text-2  wt-text-2_hardness_average menu-second__link\">\n                        Features\n                                            </a>\n                                                        <a href=\"/webstorm/social/\"\n                       class=\"wt-col-inline wt-text-2  wt-text-2_hardness_average menu-second__link\">\n                        Blog &amp; Social\n                                            </a>\n                                                        <a href=\"/webstorm/buy/\"\n                       class=\"wt-col-inline wt-text-2  wt-text-2_hardness_average menu-second__link\">\n                        Buy\n                                            </a>\n                            <a href=\"\n\n\n            /webs\n        orm/download/\"\n                   class=\"wt-col-inline menu-second__download-button wt-button wt-button_size_s\n                     wt-button_mode_primary\">\n                    Download\n                </a>\n\n                    </div>\n\n\n\n    </div>\n</div>\n            </div>\n</div>\n</body>\n</html>\n", "position": "-391.00;-244.00", "size": "1372;3322", "children": []}]}]}, {"name": null, "role": "AXStaticText", "description": "Scheme:", "role_description": "text", "value": "Scheme:", "position": "-391.00;-244.00", "size": "53;17", "children": []}, {"name": null, "role": "AXPopUpButton", "description": null, "role_description": "pop up button", "value": "Default", "position": "-391.00;-244.00", "size": "200;34", "children": [{"name": null, "role": "AXPopUpButton", "description": null, "role_description": "pop up button", "value": null, "position": "-391.00;-244.00", "size": "0;0", "children": []}]}, {"name": null, "role": "AXTextField", "description": null, "role_description": "text field", "value": "", "position": "-391.00;-244.00", "size": "200;34", "children": []}, {"name": null, "role": "AXGroup", "description": "Action Toolbar", "role_description": "group", "value": 0, "position": "-391.00;-244.00", "size": "26;34", "children": [{"name": null, "role": "AXButton", "description": "Show Scheme Actions", "role_description": "button", "value": null, "position": "-391.00;-244.00", "size": "26;24", "children": []}]}, {"name": null, "role": "AXStaticText", "description": "", "role_description": "text", "value": "", "position": "-391.00;-244.00", "size": "0;0", "children": []}, {"name": null, "role": "AXLink", "description": "Set from...", "role_description": "link", "value": null, "position": "-391.00;-244.00", "size": "66;17", "children": []}, {"name": null, "role": "AXImage", "description": "", "role_description": "image", "value": null, "position": "-391.00;-244.00", "size": "16;16", "children": []}, {"name": null, "role": "AXStaticText", "description": "", "role_description": "text", "value": "", "position": "-391.00;-244.00", "size": "0;0", "children": []}, {"name": null, "role": "AXLink", "description": "Disable", "role_description": "link", "value": null, "position": "-391.00;-244.00", "size": "47;17", "children": []}, {"name": null, "role": "AXStaticText", "description": "Loading...", "role_description": "text", "value": "Loading...", "position": "-391.00;-244.00", "size": "737;536", "children": []}, {"name": null, "role": "AXTabGroup", "description": "Tabs and Indents", "role_description": "tab group", "value": "{\n    \"name\": null,\n    \"role\": \"No role\",\n    \"description\": \"\",\n    \"role_description\": \"\",\n    \"value\": null,\n    \"position\": \"\",\n    \"size\": \"\",\n    \"children\": []\n}", "position": "-391.00;-244.00", "size": "737;536", "children": [{"name": null, "role": "No role", "description": "", "role_description": "", "value": null, "position": "", "size": "", "children": []}, {"name": null, "role": "No role", "description": "", "role_description": "", "value": null, "position": "", "size": "", "children": []}, {"name": null, "role": "No role", "description": "", "role_description": "", "value": null, "position": "", "size": "", "children": []}, {"name": null, "role": "No role", "description": "", "role_description": "", "value": null, "position": "", "size": "", "children": []}, {"name": null, "role": "No role", "description": "", "role_description": "", "value": null, "position": "", "size": "", "children": []}, {"name": null, "role": "No role", "description": "", "role_description": "", "value": null, "position": "", "size": "", "children": []}, {"name": null, "role": "No role", "description": "", "role_description": "", "value": null, "position": "", "size": "", "children": []}, {"name": null, "role": "No role", "description": "", "role_description": "", "value": null, "position": "", "size": "", "children": []}, {"name": null, "role": "No role", "description": "", "role_description": "", "value": null, "position": "", "size": "", "children": []}, {"name": null, "role": "AXScrollArea", "description": null, "role_description": "scroll area", "value": 0, "position": "-391.00;-244.00", "size": "241;507", "children": [{"name": null, "role": "AXCheckBox", "description": "Use tab character", "role_description": "checkbox", "value": 0, "position": "-391.00;-244.00", "size": "138;25", "children": []}, {"name": null, "role": "AXCheckBox", "description": "Smart tabs", "role_description": "checkbox", "value": 0, "position": "-391.00;-244.00", "size": "95;25", "children": []}, {"name": null, "role": "AXStaticText", "description": "Tab size:", "role_description": "text", "value": "Tab size:", "position": "-391.00;-244.00", "size": "142;17", "children": []}, {"name": null, "role": "AXTextField", "description": "Tab size:", "role_description": "text field", "value": "4", "position": "-391.00;-244.00", "size": "68;34", "children": []}, {"name": null, "role": "AXStaticText", "description": "Indent:", "role_description": "text", "value": "Indent:", "position": "-391.00;-244.00", "size": "142;17", "children": []}, {"name": null, "role": "AXTextField", "description": "Indent:", "role_description": "text field", "value": "2", "position": "-391.00;-244.00", "size": "68;34", "children": []}, {"name": null, "role": "AXStaticText", "description": "Continuation indent:", "role_description": "text", "value": "Continuation indent:", "position": "-391.00;-244.00", "size": "142;17", "children": []}, {"name": null, "role": "AXTextField", "description": "Continuation indent:", "role_description": "text field", "value": "8", "position": "-391.00;-244.00", "size": "68;34", "children": []}, {"name": null, "role": "AXCheckBox", "description": "Keep indents on empty lines", "role_description": "checkbox", "value": 0, "position": "-391.00;-244.00", "size": "202;25", "children": []}, {"name": null, "role": "AXScrollBar", "description": null, "role_description": "scroll bar", "value": 0, "position": "-391.00;-244.00", "size": "0;0", "children": []}, {"name": null, "role": "AXScrollBar", "description": null, "role_description": "scroll bar", "value": 0, "position": "-391.00;-244.00", "size": "0;0", "children": []}]}, {"name": null, "role": "AXScrollArea", "description": null, "role_description": "scroll area", "value": 0, "position": "-391.00;-244.00", "size": "493;507", "children": [{"name": null, "role": "AXScrollBar", "description": null, "role_description": "scroll bar", "value": 0, "position": "-391.00;-244.00", "size": "14;507", "children": []}, {"name": null, "role": "AXScrollBar", "description": null, "role_description": "scroll bar", "value": 0, "position": "-391.00;-244.00", "size": "0;0", "children": []}, {"name": null, "role": "AXGroup", "description": "", "role_description": "group", "value": 0, "position": "-391.00;-244.00", "size": "0;0", "children": []}, {"name": null, "role": "AXStaticText", "description": "", "role_description": "text", "value": "", "position": "-391.00;-244.00", "size": "0;0", "children": []}, {"name": null, "role": "AXGroup", "description": null, "role_description": "group", "value": 0, "position": "-391.00;-244.00", "size": "0;507", "children": []}, {"name": null, "role": "AXTextArea", "description": "Editor", "role_description": "text entry area", "value": "{\n  \"json literals are\": {\n    \"strings\": [\n      \"foo\",\n      \"bar\",\n      \"\\u0062\\u0061\\u0072\"\n    ],\n    \"numbers\": [\n      42,\n      6.62606975e-34\n    ],\n    \"boolean values\": [\n      true,\n      false,\n    ],\n    \"objects\": {\n      \"null\": null,\n      \"another\": null,\n    }\n  }\n}", "position": "-391.00;-244.00", "size": "493;507", "children": []}]}]}, {"name": null, "role": "AXStaticText", "description": "Scheme:", "role_description": "text", "value": "Scheme:", "position": "-391.00;-244.00", "size": "53;17", "children": []}, {"name": null, "role": "AXPopUpButton", "description": null, "role_description": "pop up button", "value": "Default", "position": "-391.00;-244.00", "size": "200;34", "children": [{"name": null, "role": "AXPopUpButton", "description": null, "role_description": "pop up button", "value": null, "position": "-391.00;-244.00", "size": "0;0", "children": []}]}, {"name": null, "role": "AXTextField", "description": null, "role_description": "text field", "value": "", "position": "-391.00;-244.00", "size": "200;34", "children": []}, {"name": null, "role": "AXGroup", "description": "Action Toolbar", "role_description": "group", "value": 0, "position": "-391.00;-244.00", "size": "26;34", "children": [{"name": null, "role": "AXButton", "description": "Show Scheme Actions", "role_description": "button", "value": null, "position": "-391.00;-244.00", "size": "26;24", "children": []}]}, {"name": null, "role": "AXStaticText", "description": "", "role_description": "text", "value": "", "position": "-391.00;-244.00", "size": "0;0", "children": []}, {"name": null, "role": "AXLink", "description": "Set from...", "role_description": "link", "value": null, "position": "-391.00;-244.00", "size": "66;17", "children": []}, {"name": null, "role": "AXImage", "description": "", "role_description": "image", "value": null, "position": "-391.00;-244.00", "size": "16;16", "children": []}, {"name": null, "role": "AXStaticText", "description": "", "role_description": "text", "value": "", "position": "-391.00;-244.00", "size": "0;0", "children": []}, {"name": null, "role": "AXLink", "description": "Disable", "role_description": "link", "value": null, "position": "-391.00;-244.00", "size": "47;17", "children": []}, {"name": null, "role": "AXStaticText", "description": "Loading...", "role_description": "text", "value": "Loading...", "position": "-391.00;-244.00", "size": "737;536", "children": []}, {"name": null, "role": "AXTabGroup", "description": "Wrapping and Braces", "role_description": "tab group", "value": "{\n    \"name\": null,\n    \"role\": \"No role\",\n    \"description\": \"\",\n    \"role_description\": \"\",\n    \"value\": null,\n    \"position\": \"\",\n    \"size\": \"\",\n    \"children\": []\n}", "position": "-391.00;-244.00", "size": "737;536", "children": [{"name": null, "role": "No role", "description": "", "role_description": "", "value": null, "position": "", "size": "", "children": []}, {"name": null, "role": "No role", "description": "", "role_description": "", "value": null, "position": "", "size": "", "children": []}, {"name": null, "role": "No role", "description": "", "role_description": "", "value": null, "position": "", "size": "", "children": []}, {"name": null, "role": "No role", "description": "", "role_description": "", "value": null, "position": "", "size": "", "children": []}, {"name": null, "role": "No role", "description": "", "role_description": "", "value": null, "position": "", "size": "", "children": []}, {"name": null, "role": "No role", "description": "", "role_description": "", "value": null, "position": "", "size": "", "children": []}, {"name": null, "role": "No role", "description": "", "role_description": "", "value": null, "position": "", "size": "", "children": []}, {"name": null, "role": "No role", "description": "", "role_description": "", "value": null, "position": "", "size": "", "children": []}, {"name": null, "role": "No role", "description": "", "role_description": "", "value": null, "position": "", "size": "", "children": []}, {"name": null, "role": "AXScrollArea", "description": null, "role_description": "scroll area", "value": 0, "position": "-391.00;-244.00", "size": "394;507", "children": [{"name": null, "role": "AXScrollBar", "description": null, "role_description": "scroll bar", "value": 0, "position": "-391.00;-244.00", "size": "0;0", "children": []}, {"name": null, "role": "AXScrollBar", "description": null, "role_description": "scroll bar", "value": 0, "position": "-391.00;-244.00", "size": "0;0", "children": []}, {"name": null, "role": "AXTable", "description": "table", "role_description": "table", "value": 0, "position": "-391.00;-244.00", "size": "394;507", "children": [{"name": null, "role": "AXRow", "description": "Hard wrap at:, Default: 120", "role_description": "row", "value": 0, "position": "-391.00;-244.00", "size": "394;24", "children": [{"name": null, "role": "AXCell", "description": "Hard wrap at:", "role_description": "cell", "value": 0, "position": "-391.00;-244.00", "size": "268;24", "children": [{"name": null, "role": "AXStaticText", "description": "Hard wrap at:", "role_description": "text", "value": 0, "position": "-391.00;-244.00", "size": "268;24", "children": []}]}, {"name": null, "role": "AXCell", "description": "Default: 120", "role_description": "cell", "value": 0, "position": "-391.00;-244.00", "size": "126;24", "children": [{"name": null, "role": "AXStaticText", "description": "Default: 120", "role_description": "text", "value": 0, "position": "-391.00;-244.00", "size": "126;24", "children": []}]}]}, {"name": null, "role": "AXRow", "description": "Wrap on typing, Default: No", "role_description": "row", "value": 0, "position": "-391.00;-244.00", "size": "394;24", "children": [{"name": null, "role": "AXCell", "description": "Wrap on typing", "role_description": "cell", "value": 0, "position": "-391.00;-244.00", "size": "268;24", "children": [{"name": null, "role": "AXStaticText", "description": "Wrap on typing", "role_description": "text", "value": 0, "position": "-391.00;-244.00", "size": "268;24", "children": []}]}, {"name": null, "role": "AXCell", "description": "Default: No", "role_description": "cell", "value": 0, "position": "-391.00;-244.00", "size": "126;24", "children": [{"name": null, "role": "AXStaticText", "description": "Default: No", "role_description": "text", "value": 0, "position": "-391.00;-244.00", "size": "126;24", "children": []}]}]}, {"name": null, "role": "AXRow", "description": "Wrap long text, 1", "role_description": "row", "value": 0, "position": "-391.00;-244.00", "size": "394;24", "children": [{"name": null, "role": "AXCell", "description": "Wrap long text", "role_description": "cell", "value": 0, "position": "-391.00;-244.00", "size": "268;24", "children": [{"name": null, "role": "AXStaticText", "description": "Wrap long text", "role_description": "text", "value": 0, "position": "-391.00;-244.00", "size": "268;24", "children": []}]}, {"name": null, "role": "AXCell", "description": null, "role_description": "cell", "value": 1, "position": "-391.00;-244.00", "size": "126;24", "children": [{"name": null, "role": "AXCheckBox", "description": null, "role_description": "checkbox", "value": 1, "position": "-391.00;-244.00", "size": "126;24", "children": []}]}]}, {"name": null, "role": "AXRow", "description": "Wrap text inside block quotes, 1", "role_description": "row", "value": 0, "position": "-391.00;-244.00", "size": "394;24", "children": [{"name": null, "role": "AXCell", "description": "Wrap text inside block quotes", "role_description": "cell", "value": 0, "position": "-391.00;-244.00", "size": "268;24", "children": [{"name": null, "role": "AXStaticText", "description": "Wrap text inside block quotes", "role_description": "text", "value": 0, "position": "-391.00;-244.00", "size": "268;24", "children": []}]}, {"name": null, "role": "AXCell", "description": null, "role_description": "cell", "value": 1, "position": "-391.00;-244.00", "size": "126;24", "children": [{"name": null, "role": "AXCheckBox", "description": null, "role_description": "checkbox", "value": 1, "position": "-391.00;-244.00", "size": "126;24", "children": []}]}]}, {"name": null, "role": "AXRow", "description": "Visual guides, Default: None", "role_description": "row", "value": 0, "position": "-391.00;-244.00", "size": "394;24", "children": [{"name": null, "role": "AXCell", "description": "Visual guides", "role_description": "cell", "value": 0, "position": "-391.00;-244.00", "size": "268;24", "children": [{"name": null, "role": "AXStaticText", "description": "Visual guides", "role_description": "text", "value": 0, "position": "-391.00;-244.00", "size": "268;24", "children": []}]}, {"name": null, "role": "AXCell", "description": "Default: None", "role_description": "cell", "value": 0, "position": "-391.00;-244.00", "size": "126;24", "children": [{"name": null, "role": "AXStaticText", "description": "Default: None", "role_description": "text", "value": 0, "position": "-391.00;-244.00", "size": "126;24", "children": []}]}]}, {"name": null, "role": "AXRow", "description": "When reformatting", "role_description": "row", "value": 0, "position": "-391.00;-244.00", "size": "268;24", "children": [{"name": null, "role": "AXCell", "description": "When reformatting", "role_description": "cell", "value": 0, "position": "-391.00;-244.00", "size": "268;24", "children": [{"name": null, "role": "AXStaticText", "description": "When reformatting", "role_description": "text", "value": 0, "position": "-391.00;-244.00", "size": "268;24", "children": []}]}]}, {"name": null, "role": "AXRow", "description": "Keep line breaks inside text blocks, 1", "role_description": "row", "value": 0, "position": "-391.00;-244.00", "size": "394;24", "children": [{"name": null, "role": "AXCell", "description": "Keep line breaks inside text blocks", "role_description": "cell", "value": 0, "position": "-391.00;-244.00", "size": "268;24", "children": [{"name": null, "role": "AXStaticText", "description": "Keep line breaks inside text blocks", "role_description": "text", "value": 0, "position": "-391.00;-244.00", "size": "268;24", "children": []}]}, {"name": null, "role": "AXCell", "description": null, "role_description": "cell", "value": 1, "position": "-391.00;-244.00", "size": "126;24", "children": [{"name": null, "role": "AXCheckBox", "description": null, "role_description": "checkbox", "value": 1, "position": "-391.00;-244.00", "size": "126;24", "children": []}]}]}, {"name": null, "role": "AXRow", "description": "Insert block quote arrows, 1", "role_description": "row", "value": 0, "position": "-391.00;-244.00", "size": "394;24", "children": [{"name": null, "role": "AXCell", "description": "Insert block quote arrows", "role_description": "cell", "value": 0, "position": "-391.00;-244.00", "size": "268;24", "children": [{"name": null, "role": "AXStaticText", "description": "Insert block quote arrows", "role_description": "text", "value": 0, "position": "-391.00;-244.00", "size": "268;24", "children": []}]}, {"name": null, "role": "AXCell", "description": null, "role_description": "cell", "value": 1, "position": "-391.00;-244.00", "size": "126;24", "children": [{"name": null, "role": "AXCheckBox", "description": null, "role_description": "checkbox", "value": 1, "position": "-391.00;-244.00", "size": "126;24", "children": []}]}]}, {"name": null, "role": "AXRow", "description": "Format tables, 1", "role_description": "row", "value": 0, "position": "-391.00;-244.00", "size": "394;24", "children": [{"name": null, "role": "AXCell", "description": "Format tables", "role_description": "cell", "value": 0, "position": "-391.00;-244.00", "size": "268;24", "children": [{"name": null, "role": "AXStaticText", "description": "Format tables", "role_description": "text", "value": 0, "position": "-391.00;-244.00", "size": "268;24", "children": []}]}, {"name": null, "role": "AXCell", "description": null, "role_description": "cell", "value": 1, "position": "-391.00;-244.00", "size": "126;24", "children": [{"name": null, "role": "AXCheckBox", "description": null, "role_description": "checkbox", "value": 1, "position": "-391.00;-244.00", "size": "126;24", "children": []}]}]}]}]}, {"name": null, "role": "AXScrollArea", "description": null, "role_description": "scroll area", "value": 0, "position": "-391.00;-244.00", "size": "340;507", "children": [{"name": null, "role": "AXScrollBar", "description": null, "role_description": "scroll bar", "value": 0, "position": "-391.00;-244.00", "size": "14;507", "children": []}, {"name": null, "role": "AXScrollBar", "description": null, "role_description": "scroll bar", "value": 0, "position": "-391.00;-244.00", "size": "0;0", "children": []}, {"name": null, "role": "AXGroup", "description": "", "role_description": "group", "value": 0, "position": "-391.00;-244.00", "size": "0;0", "children": []}, {"name": null, "role": "AXStaticText", "description": "", "role_description": "text", "value": "", "position": "-391.00;-244.00", "size": "0;0", "children": []}, {"name": null, "role": "AXGroup", "description": null, "role_description": "group", "value": 0, "position": "-391.00;-244.00", "size": "0;507", "children": []}, {"name": null, "role": "AXTextArea", "description": "Editor", "role_description": "text entry area", "value": "# Sample header\n\nSample paragraph after header\nand before code fence.\n\n```java\nclass SimpleClass {\n}\n```\n\nOne more sample paragraph with\n`inline` *elements*.\n\n* List with a few bullets\n  and few lines in some of\n  them\n    * And one more bullet\n    * And bullet with more\n      than one line\n\nLast paragraph that is placed\nafter list", "position": "-391.00;-244.00", "size": "340;507", "children": []}]}]}, {"name": null, "role": "AXStaticText", "description": "Scheme:", "role_description": "text", "value": "Scheme:", "position": "-391.00;-244.00", "size": "53;17", "children": []}, {"name": null, "role": "AXPopUpButton", "description": null, "role_description": "pop up button", "value": "Default", "position": "-391.00;-244.00", "size": "200;34", "children": [{"name": null, "role": "AXPopUpButton", "description": null, "role_description": "pop up button", "value": null, "position": "-391.00;-244.00", "size": "0;0", "children": []}]}, {"name": null, "role": "AXTextField", "description": null, "role_description": "text field", "value": "", "position": "-391.00;-244.00", "size": "200;34", "children": []}, {"name": null, "role": "AXGroup", "description": "Action Toolbar", "role_description": "group", "value": 0, "position": "-391.00;-244.00", "size": "26;34", "children": [{"name": null, "role": "AXButton", "description": "Show Scheme Actions", "role_description": "button", "value": null, "position": "-391.00;-244.00", "size": "26;24", "children": []}]}, {"name": null, "role": "AXStaticText", "description": "", "role_description": "text", "value": "", "position": "-391.00;-244.00", "size": "0;0", "children": []}, {"name": null, "role": "AXLink", "description": "Set from...", "role_description": "link", "value": null, "position": "-391.00;-244.00", "size": "0;0", "children": []}, {"name": null, "role": "AXImage", "description": "", "role_description": "image", "value": null, "position": "-391.00;-244.00", "size": "16;16", "children": []}, {"name": null, "role": "AXStaticText", "description": "", "role_description": "text", "value": "", "position": "-391.00;-244.00", "size": "0;0", "children": []}, {"name": null, "role": "AXLink", "description": "Disable", "role_description": "link", "value": null, "position": "-391.00;-244.00", "size": "47;17", "children": []}, {"name": null, "role": "AXStaticText", "description": "Loading...", "role_description": "text", "value": "Loading...", "position": "-391.00;-244.00", "size": "737;541", "children": []}, {"name": null, "role": "AXScrollArea", "description": null, "role_description": "scroll area", "value": 0, "position": "-391.00;-244.00", "size": "413;541", "children": [{"name": null, "role": "AXTable", "description": "table", "role_description": "table", "value": 0, "position": "-391.00;-244.00", "size": "411;539", "children": [{"name": null, "role": "AXRow", "description": "Align properties in column, 0", "role_description": "row", "value": 0, "position": "-391.00;-244.00", "size": "411;24", "children": [{"name": null, "role": "AXCell", "description": "Align properties in column", "role_description": "cell", "value": 0, "position": "-391.00;-244.00", "size": "285;24", "children": [{"name": null, "role": "AXStaticText", "description": "Align properties in column", "role_description": "text", "value": 0, "position": "-391.00;-244.00", "size": "285;24", "children": []}]}, {"name": null, "role": "AXCell", "description": null, "role_description": "cell", "value": 0, "position": "-391.00;-244.00", "size": "126;24", "children": [{"name": null, "role": "AXCheckBox", "description": null, "role_description": "checkbox", "value": 0, "position": "-391.00;-244.00", "size": "126;24", "children": []}]}]}, {"name": null, "role": "AXRow", "description": "Insert space around key-value delimiter, 0", "role_description": "row", "value": 0, "position": "-391.00;-244.00", "size": "411;24", "children": [{"name": null, "role": "AXCell", "description": "Insert space around key-value delimiter", "role_description": "cell", "value": 0, "position": "-391.00;-244.00", "size": "285;24", "children": [{"name": null, "role": "AXStaticText", "description": "Insert space around key-value delimiter", "role_description": "text", "value": 0, "position": "-391.00;-244.00", "size": "285;24", "children": []}]}, {"name": null, "role": "AXCell", "description": null, "role_description": "cell", "value": 0, "position": "-391.00;-244.00", "size": "126;24", "children": [{"name": null, "role": "AXCheckBox", "description": null, "role_description": "checkbox", "value": 0, "position": "-391.00;-244.00", "size": "126;24", "children": []}]}]}, {"name": null, "role": "AXRow", "description": "Key-value delimiter, =", "role_description": "row", "value": 0, "position": "-391.00;-244.00", "size": "411;24", "children": [{"name": null, "role": "AXCell", "description": "Key-value delimiter", "role_description": "cell", "value": 0, "position": "-391.00;-244.00", "size": "285;24", "children": [{"name": null, "role": "AXStaticText", "description": "Key-value delimiter", "role_description": "text", "value": 0, "position": "-391.00;-244.00", "size": "285;24", "children": []}]}, {"name": null, "role": "AXCell", "description": "=", "role_description": "cell", "value": 0, "position": "-391.00;-244.00", "size": "126;24", "children": [{"name": null, "role": "AXButton", "description": "=", "role_description": "button", "value": 0, "position": "-391.00;-244.00", "size": "126;24", "children": []}]}]}, {"name": null, "role": "AXRow", "description": "Keep blank lines, 0", "role_description": "row", "value": 0, "position": "-391.00;-244.00", "size": "411;24", "children": [{"name": null, "role": "AXCell", "description": "Keep blank lines", "role_description": "cell", "value": 0, "position": "-391.00;-244.00", "size": "285;24", "children": [{"name": null, "role": "AXStaticText", "description": "Keep blank lines", "role_description": "text", "value": 0, "position": "-391.00;-244.00", "size": "285;24", "children": []}]}, {"name": null, "role": "AXCell", "description": null, "role_description": "cell", "value": 0, "position": "-391.00;-244.00", "size": "126;24", "children": [{"name": null, "role": "AXCheckBox", "description": null, "role_description": "checkbox", "value": 0, "position": "-391.00;-244.00", "size": "126;24", "children": []}]}]}]}, {"name": null, "role": "AXScrollBar", "description": null, "role_description": "scroll bar", "value": 0, "position": "-391.00;-244.00", "size": "0;0", "children": []}, {"name": null, "role": "AXScrollBar", "description": null, "role_description": "scroll bar", "value": 0, "position": "-391.00;-244.00", "size": "0;0", "children": []}]}, {"name": null, "role": "AXScrollArea", "description": null, "role_description": "scroll area", "value": 0, "position": "-391.00;-244.00", "size": "321;541", "children": [{"name": null, "role": "AXScrollBar", "description": null, "role_description": "scroll bar", "value": 0, "position": "-391.00;-244.00", "size": "14;539", "children": []}, {"name": null, "role": "AXScrollBar", "description": null, "role_description": "scroll bar", "value": 0, "position": "-391.00;-244.00", "size": "0;0", "children": []}, {"name": null, "role": "AXGroup", "description": "", "role_description": "group", "value": 0, "position": "-391.00;-244.00", "size": "0;0", "children": []}, {"name": null, "role": "AXStaticText", "description": "", "role_description": "text", "value": "", "position": "-391.00;-244.00", "size": "0;0", "children": []}, {"name": null, "role": "AXGroup", "description": null, "role_description": "group", "value": 0, "position": "-391.00;-244.00", "size": "0;539", "children": []}, {"name": null, "role": "AXTextArea", "description": "Editor", "role_description": "text entry area", "value": "key1=value\nsome_key=some_value\n#commentaries\nlast.key=some text here", "position": "-391.00;-244.00", "size": "319;539", "children": []}]}, {"name": null, "role": "AXStaticText", "description": "Scheme:", "role_description": "text", "value": "Scheme:", "position": "-391.00;-244.00", "size": "53;17", "children": []}, {"name": null, "role": "AXPopUpButton", "description": null, "role_description": "pop up button", "value": "Default", "position": "-391.00;-244.00", "size": "200;34", "children": [{"name": null, "role": "AXPopUpButton", "description": null, "role_description": "pop up button", "value": null, "position": "-391.00;-244.00", "size": "0;0", "children": []}]}, {"name": null, "role": "AXTextField", "description": null, "role_description": "text field", "value": "", "position": "-391.00;-244.00", "size": "200;34", "children": []}, {"name": null, "role": "AXGroup", "description": "Action Toolbar", "role_description": "group", "value": 0, "position": "-391.00;-244.00", "size": "26;34", "children": [{"name": null, "role": "AXButton", "description": "Show Scheme Actions", "role_description": "button", "value": null, "position": "-391.00;-244.00", "size": "26;24", "children": []}]}, {"name": null, "role": "AXStaticText", "description": "", "role_description": "text", "value": "", "position": "-391.00;-244.00", "size": "0;0", "children": []}, {"name": null, "role": "AXLink", "description": "Set from...", "role_description": "link", "value": null, "position": "-391.00;-244.00", "size": "0;0", "children": []}, {"name": null, "role": "AXImage", "description": "", "role_description": "image", "value": null, "position": "-391.00;-244.00", "size": "16;16", "children": []}, {"name": null, "role": "AXStaticText", "description": "", "role_description": "text", "value": "", "position": "-391.00;-244.00", "size": "0;0", "children": []}, {"name": null, "role": "AXLink", "description": "Disable", "role_description": "link", "value": null, "position": "-391.00;-244.00", "size": "47;17", "children": []}, {"name": null, "role": "AXStaticText", "description": "Loading...", "role_description": "text", "value": "Loading...", "position": "-391.00;-244.00", "size": "737;541", "children": []}, {"name": null, "role": "AXStaticText", "description": "Shfmt formatter", "role_description": "text", "value": "Shfmt formatter", "position": "-391.00;-244.00", "size": "98;17", "children": []}, {"name": null, "role": "AXScrollArea", "description": null, "role_description": "scroll area", "value": 0, "position": "-391.00;-244.00", "size": "289;251", "children": [{"name": null, "role": "AXScrollBar", "description": null, "role_description": "scroll bar", "value": 0, "position": "-391.00;-244.00", "size": "14;251", "children": []}, {"name": null, "role": "AXScrollBar", "description": null, "role_description": "scroll bar", "value": 0, "position": "-391.00;-244.00", "size": "0;0", "children": []}, {"name": null, "role": "AXCheckBox", "description": "Allow line breaks after binary operators", "role_description": "checkbox", "value": 0, "position": "-391.00;-244.00", "size": "269;25", "children": []}, {"name": null, "role": "AXCheckBox", "description": "Indent case statements", "role_description": "checkbox", "value": 0, "position": "-391.00;-244.00", "size": "172;25", "children": []}, {"name": null, "role": "AXCheckBox", "description": "Add space after redirect operators", "role_description": "checkbox", "value": 0, "position": "-391.00;-244.00", "size": "241;25", "children": []}, {"name": null, "role": "AXCheckBox", "description": "Keep column alignment padding", "role_description": "checkbox", "value": 0, "position": "-391.00;-244.00", "size": "225;25", "children": []}, {"name": null, "role": "AXCheckBox", "description": "Minify program to reduce its size", "role_description": "checkbox", "value": 0, "position": "-391.00;-244.00", "size": "230;25", "children": []}, {"name": null, "role": "AXStaticText", "description": "Indent:", "role_description": "text", "value": "Indent:", "position": "-391.00;-244.00", "size": "43;17", "children": []}, {"name": null, "role": "AXTextField", "description": null, "role_description": "text field", "value": "2", "position": "-391.00;-244.00", "size": "184;34", "children": []}, {"name": null, "role": "AXCheckBox", "description": "Use tab character", "role_description": "checkbox", "value": 0, "position": "-391.00;-244.00", "size": "138;25", "children": []}, {"name": null, "role": "AXStaticText", "description": "Indent", "role_description": "text", "value": "Indent", "position": "-391.00;-244.00", "size": "39;17", "children": []}, {"name": null, "role": "AXStaticText", "description": "Tab size:", "role_description": "text", "value": "Tab size:", "position": "-391.00;-244.00", "size": "55;17", "children": []}, {"name": null, "role": "AXTextField", "description": null, "role_description": "text field", "value": "2", "position": "-391.00;-244.00", "size": "184;34", "children": []}, {"name": null, "role": "AXCheckBox", "description": "Use Unix line separators (\\n)", "role_description": "checkbox", "value": 1, "position": "-391.00;-244.00", "size": "203;25", "children": []}]}, {"name": null, "role": "AXScrollArea", "description": null, "role_description": "scroll area", "value": 0, "position": "-391.00;-244.00", "size": "435;251", "children": [{"name": null, "role": "AXScrollBar", "description": null, "role_description": "scroll bar", "value": 0, "position": "-391.00;-244.00", "size": "14;249", "children": []}, {"name": null, "role": "AXScrollBar", "description": null, "role_description": "scroll bar", "value": 0, "position": "-391.00;-244.00", "size": "0;0", "children": []}, {"name": null, "role": "AXGroup", "description": "", "role_description": "group", "value": 0, "position": "-391.00;-244.00", "size": "0;0", "children": []}, {"name": null, "role": "AXStaticText", "description": "", "role_description": "text", "value": "", "position": "-391.00;-244.00", "size": "0;0", "children": []}, {"name": null, "role": "AXGroup", "description": null, "role_description": "group", "value": 0, "position": "-391.00;-244.00", "size": "0;418", "children": []}, {"name": null, "role": "AXTextArea", "description": "Editor", "role_description": "text entry area", "value": "#!/usr/bin/env sh\n\nfunction foo() {\n  if [ -x $file ]; then\n    myArray=(item1 item2 item3)\n  elif [ $file1 -nt $file2 ]; then\n    unset myArray\n  else\n    echo \"Usage: $0 file ...\"\n  fi\n}\n\nfor (( i = 0; i < 5; i++ )); do\n  read -p r\n  print -n $r\n  wait $!\ndone\n", "position": "-391.00;-244.00", "size": "433;418", "children": []}]}, {"name": null, "role": "AXScrollArea", "description": null, "role_description": "scroll area", "value": 0, "position": "-391.00;-244.00", "size": "737;66", "children": [{"name": null, "role": "AXStaticText", "description": "Path:", "role_description": "text", "value": "Path:", "position": "-391.00;-244.00", "size": "32;17", "children": []}, {"name": null, "role": "AXTextField", "description": null, "role_description": "text field", "value": "", "position": "-391.00;-244.00", "size": "655;34", "children": []}, {"name": null, "role": "AXStaticText", "description": "Invalid path.", "role_description": "text", "value": "Invalid path.", "position": "-391.00;-244.00", "size": "95;17", "children": []}, {"name": null, "role": "AXLink", "description": "Download", "role_description": "link", "value": null, "position": "-391.00;-244.00", "size": "64;17", "children": []}, {"name": null, "role": "AXStaticText", "description": "missing formatter", "role_description": "text", "value": "missing formatter", "position": "-391.00;-244.00", "size": "108;17", "children": []}, {"name": null, "role": "AXStaticText", "description": "Can't download shfmt formatter. Install it manually.", "role_description": "text", "value": "Can't download shfmt formatter. Install it manually.", "position": "-391.00;-244.00", "size": "0;0", "children": []}, {"name": null, "role": "AXScrollBar", "description": null, "role_description": "scroll bar", "value": 0, "position": "-391.00;-244.00", "size": "0;0", "children": []}, {"name": null, "role": "AXScrollBar", "description": null, "role_description": "scroll bar", "value": 0, "position": "-391.00;-244.00", "size": "0;0", "children": []}]}, {"name": null, "role": "AXStaticText", "description": "Scheme:", "role_description": "text", "value": "Scheme:", "position": "-391.00;-244.00", "size": "53;17", "children": []}, {"name": null, "role": "AXPopUpButton", "description": null, "role_description": "pop up button", "value": "Default", "position": "-391.00;-244.00", "size": "200;34", "children": [{"name": null, "role": "AXPopUpButton", "description": null, "role_description": "pop up button", "value": null, "position": "-391.00;-244.00", "size": "0;0", "children": []}]}, {"name": null, "role": "AXTextField", "description": null, "role_description": "text field", "value": "", "position": "-391.00;-244.00", "size": "200;34", "children": []}, {"name": null, "role": "AXGroup", "description": "Action Toolbar", "role_description": "group", "value": 0, "position": "-391.00;-244.00", "size": "26;34", "children": [{"name": null, "role": "AXButton", "description": "Show Scheme Actions", "role_description": "button", "value": null, "position": "-391.00;-244.00", "size": "26;24", "children": []}]}, {"name": null, "role": "AXStaticText", "description": "", "role_description": "text", "value": "", "position": "-391.00;-244.00", "size": "0;0", "children": []}, {"name": null, "role": "AXLink", "description": "Set from...", "role_description": "link", "value": null, "position": "-391.00;-244.00", "size": "66;17", "children": []}, {"name": null, "role": "AXImage", "description": "", "role_description": "image", "value": null, "position": "-391.00;-244.00", "size": "16;16", "children": []}, {"name": null, "role": "AXStaticText", "description": "", "role_description": "text", "value": "", "position": "-391.00;-244.00", "size": "0;0", "children": []}, {"name": null, "role": "AXLink", "description": "Disable", "role_description": "link", "value": null, "position": "-391.00;-244.00", "size": "47;17", "children": []}, {"name": null, "role": "AXStaticText", "description": "Loading...", "role_description": "text", "value": "Loading...", "position": "-391.00;-244.00", "size": "737;536", "children": []}, {"name": null, "role": "AXTabGroup", "description": "Tabs and Indents", "role_description": "tab group", "value": "{\n    \"name\": null,\n    \"role\": \"No role\",\n    \"description\": \"\",\n    \"role_description\": \"\",\n    \"value\": null,\n    \"position\": \"\",\n    \"size\": \"\",\n    \"children\": []\n}", "position": "-391.00;-244.00", "size": "737;536", "children": [{"name": null, "role": "No role", "description": "", "role_description": "", "value": null, "position": "", "size": "", "children": []}, {"name": null, "role": "No role", "description": "", "role_description": "", "value": null, "position": "", "size": "", "children": []}, {"name": null, "role": "No role", "description": "", "role_description": "", "value": null, "position": "", "size": "", "children": []}, {"name": null, "role": "No role", "description": "", "role_description": "", "value": null, "position": "", "size": "", "children": []}, {"name": null, "role": "No role", "description": "", "role_description": "", "value": null, "position": "", "size": "", "children": []}, {"name": null, "role": "No role", "description": "", "role_description": "", "value": null, "position": "", "size": "", "children": []}, {"name": null, "role": "AXScrollArea", "description": null, "role_description": "scroll area", "value": 0, "position": "-391.00;-244.00", "size": "241;507", "children": [{"name": null, "role": "AXCheckBox", "description": "Use tab character", "role_description": "checkbox", "value": 0, "position": "-391.00;-244.00", "size": "138;25", "children": []}, {"name": null, "role": "AXCheckBox", "description": "Smart tabs", "role_description": "checkbox", "value": 0, "position": "-391.00;-244.00", "size": "95;25", "children": []}, {"name": null, "role": "AXStaticText", "description": "Tab size:", "role_description": "text", "value": "Tab size:", "position": "-391.00;-244.00", "size": "142;17", "children": []}, {"name": null, "role": "AXTextField", "description": "Tab size:", "role_description": "text field", "value": "4", "position": "-391.00;-244.00", "size": "68;34", "children": []}, {"name": null, "role": "AXStaticText", "description": "Indent:", "role_description": "text", "value": "Indent:", "position": "-391.00;-244.00", "size": "142;17", "children": []}, {"name": null, "role": "AXTextField", "description": "Indent:", "role_description": "text field", "value": "4", "position": "-391.00;-244.00", "size": "68;34", "children": []}, {"name": null, "role": "AXStaticText", "description": "Continuation indent:", "role_description": "text", "value": "Continuation indent:", "position": "-391.00;-244.00", "size": "142;17", "children": []}, {"name": null, "role": "AXTextField", "description": "Continuation indent:", "role_description": "text field", "value": "8", "position": "-391.00;-244.00", "size": "68;34", "children": []}, {"name": null, "role": "AXCheckBox", "description": "Keep indents on empty lines", "role_description": "checkbox", "value": 0, "position": "-391.00;-244.00", "size": "202;25", "children": []}, {"name": null, "role": "AXScrollBar", "description": null, "role_description": "scroll bar", "value": 0, "position": "-391.00;-244.00", "size": "0;0", "children": []}, {"name": null, "role": "AXScrollBar", "description": null, "role_description": "scroll bar", "value": 0, "position": "-391.00;-244.00", "size": "0;0", "children": []}]}, {"name": null, "role": "AXScrollArea", "description": null, "role_description": "scroll area", "value": 0, "position": "-391.00;-244.00", "size": "493;507", "children": [{"name": null, "role": "AXScrollBar", "description": null, "role_description": "scroll bar", "value": 0, "position": "-391.00;-244.00", "size": "14;507", "children": []}, {"name": null, "role": "AXScrollBar", "description": null, "role_description": "scroll bar", "value": 0, "position": "-391.00;-244.00", "size": "0;0", "children": []}, {"name": null, "role": "AXGroup", "description": "", "role_description": "group", "value": 0, "position": "-391.00;-244.00", "size": "0;0", "children": []}, {"name": null, "role": "AXStaticText", "description": "", "role_description": "text", "value": "", "position": "-391.00;-244.00", "size": "0;0", "children": []}, {"name": null, "role": "AXGroup", "description": null, "role_description": "group", "value": 0, "position": "-391.00;-244.00", "size": "0;507", "children": []}, {"name": null, "role": "AXTextArea", "description": "Editor", "role_description": "text entry area", "value": "[config]\nitems = [\n    \"foo\",\n    \"bar\"\n]", "position": "-391.00;-244.00", "size": "493;507", "children": []}]}]}, {"name": null, "role": "AXStaticText", "description": "Scheme:", "role_description": "text", "value": "Scheme:", "position": "-391.00;-244.00", "size": "53;17", "children": []}, {"name": null, "role": "AXPopUpButton", "description": null, "role_description": "pop up button", "value": "Default", "position": "-391.00;-244.00", "size": "200;34", "children": [{"name": null, "role": "AXPopUpButton", "description": null, "role_description": "pop up button", "value": null, "position": "-391.00;-244.00", "size": "0;0", "children": []}]}, {"name": null, "role": "AXTextField", "description": null, "role_description": "text field", "value": "", "position": "-391.00;-244.00", "size": "200;34", "children": []}, {"name": null, "role": "AXGroup", "description": "Action Toolbar", "role_description": "group", "value": 0, "position": "-391.00;-244.00", "size": "26;34", "children": [{"name": null, "role": "AXButton", "description": "Show Scheme Actions", "role_description": "button", "value": null, "position": "-391.00;-244.00", "size": "26;24", "children": []}]}, {"name": null, "role": "AXStaticText", "description": "", "role_description": "text", "value": "", "position": "-391.00;-244.00", "size": "0;0", "children": []}, {"name": null, "role": "AXLink", "description": "Set from...", "role_description": "link", "value": null, "position": "-391.00;-244.00", "size": "66;17", "children": []}, {"name": null, "role": "AXImage", "description": "", "role_description": "image", "value": null, "position": "-391.00;-244.00", "size": "16;16", "children": []}, {"name": null, "role": "AXStaticText", "description": "", "role_description": "text", "value": "", "position": "-391.00;-244.00", "size": "0;0", "children": []}, {"name": null, "role": "AXLink", "description": "Disable", "role_description": "link", "value": null, "position": "-391.00;-244.00", "size": "47;17", "children": []}, {"name": null, "role": "AXStaticText", "description": "Loading...", "role_description": "text", "value": "Loading...", "position": "-391.00;-244.00", "size": "737;536", "children": []}, {"name": null, "role": "AXTabGroup", "description": "Tabs and Indents", "role_description": "tab group", "value": "{\n    \"name\": null,\n    \"role\": \"No role\",\n    \"description\": \"\",\n    \"role_description\": \"\",\n    \"value\": null,\n    \"position\": \"\",\n    \"size\": \"\",\n    \"children\": []\n}", "position": "-391.00;-244.00", "size": "737;536", "children": [{"name": null, "role": "No role", "description": "", "role_description": "", "value": null, "position": "", "size": "", "children": []}, {"name": null, "role": "No role", "description": "", "role_description": "", "value": null, "position": "", "size": "", "children": []}, {"name": null, "role": "No role", "description": "", "role_description": "", "value": null, "position": "", "size": "", "children": []}, {"name": null, "role": "No role", "description": "", "role_description": "", "value": null, "position": "", "size": "", "children": []}, {"name": null, "role": "No role", "description": "", "role_description": "", "value": null, "position": "", "size": "", "children": []}, {"name": null, "role": "No role", "description": "", "role_description": "", "value": null, "position": "", "size": "", "children": []}, {"name": null, "role": "No role", "description": "", "role_description": "", "value": null, "position": "", "size": "", "children": []}, {"name": null, "role": "No role", "description": "", "role_description": "", "value": null, "position": "", "size": "", "children": []}, {"name": null, "role": "No role", "description": "", "role_description": "", "value": null, "position": "", "size": "", "children": []}, {"name": null, "role": "AXScrollArea", "description": null, "role_description": "scroll area", "value": 0, "position": "-391.00;-244.00", "size": "241;507", "children": [{"name": null, "role": "AXCheckBox", "description": "Use tab character", "role_description": "checkbox", "value": 0, "position": "-391.00;-244.00", "size": "138;25", "children": []}, {"name": null, "role": "AXCheckBox", "description": "Smart tabs", "role_description": "checkbox", "value": 0, "position": "-391.00;-244.00", "size": "95;25", "children": []}, {"name": null, "role": "AXStaticText", "description": "Tab size:", "role_description": "text", "value": "Tab size:", "position": "-391.00;-244.00", "size": "142;17", "children": []}, {"name": null, "role": "AXTextField", "description": "Tab size:", "role_description": "text field", "value": "4", "position": "-391.00;-244.00", "size": "68;34", "children": []}, {"name": null, "role": "AXStaticText", "description": "Indent:", "role_description": "text", "value": "Indent:", "position": "-391.00;-244.00", "size": "142;17", "children": []}, {"name": null, "role": "AXTextField", "description": "Indent:", "role_description": "text field", "value": "4", "position": "-391.00;-244.00", "size": "68;34", "children": []}, {"name": null, "role": "AXStaticText", "description": "Continuation indent:", "role_description": "text", "value": "Continuation indent:", "position": "-391.00;-244.00", "size": "142;17", "children": []}, {"name": null, "role": "AXTextField", "description": "Continuation indent:", "role_description": "text field", "value": "8", "position": "-391.00;-244.00", "size": "68;34", "children": []}, {"name": null, "role": "AXCheckBox", "description": "Keep indents on empty lines", "role_description": "checkbox", "value": 0, "position": "-391.00;-244.00", "size": "202;25", "children": []}, {"name": null, "role": "AXScrollBar", "description": null, "role_description": "scroll bar", "value": 0, "position": "-391.00;-244.00", "size": "0;0", "children": []}, {"name": null, "role": "AXScrollBar", "description": null, "role_description": "scroll bar", "value": 0, "position": "-391.00;-244.00", "size": "0;0", "children": []}]}, {"name": null, "role": "AXScrollArea", "description": null, "role_description": "scroll area", "value": 0, "position": "-391.00;-244.00", "size": "493;507", "children": [{"name": null, "role": "AXScrollBar", "description": null, "role_description": "scroll bar", "value": 0, "position": "-391.00;-244.00", "size": "14;507", "children": []}, {"name": null, "role": "AXScrollBar", "description": null, "role_description": "scroll bar", "value": 0, "position": "-391.00;-244.00", "size": "479;14", "children": []}, {"name": null, "role": "AXGroup", "description": "", "role_description": "group", "value": 0, "position": "-391.00;-244.00", "size": "0;0", "children": []}, {"name": null, "role": "AXStaticText", "description": "", "role_description": "text", "value": "", "position": "-391.00;-244.00", "size": "0;0", "children": []}, {"name": null, "role": "AXGroup", "description": null, "role_description": "group", "value": 0, "position": "-391.00;-244.00", "size": "0;902", "children": []}, {"name": null, "role": "AXTextArea", "description": "Editor", "role_description": "text entry area", "value": "<idea-plugin>\n    <name>CVS</name>\n    <description>CVS integration</description>\n    <version>0.1</version>\n    <vendor>IntelliJ</vendor>\n    <idea-version min=\"4.0\" max=\"4.0\"/>\n\n    <application-components>\n\n        <description>Our product makes development a real pleasure. It decreases the time you spend on routine,\n            repetitive\n            handwork, giving you more time to focus on the task at hand. Its robust set of features for automatic\n            error-checking\n            and code correction cuts development time and increases your efficiency. You'll find that our product\n            quickly\n            pays back its cost in increased developer productivity and improved code quality.\n        </description>\n\n        <component>\n            <implementation-class>com.intellij.cvsSupport2.connections.ssh.SSHPasswordProvider</implementation-class>\n            <option name=\"workspace\" value=\"true\"/>\n        </component>\n\n\n    </application-components>\n\n    <actions>\n\n        <group id=\"CvsFileGroup\" text=\"CVS\">\n            <action id=\"Cvs.CheckoutProject\" class=\"com.intellij.cvsSupport2.actions.CheckoutAction\"\n                    text=\"C_heck Out from CVS...\" description=\"Get a copy of files from a CVS repository\"/>\n            <action id=\"Cvs.BrowseCVSRepository\" class=\"com.intellij.cvsSupport2.actions.BrowseCvsRepositoryAction\"\n                    text=\"_Browse CVS Repository...\"\n                    description=\"Browse a CVS repository\"/>\n            <separator/>\n        </group>\n    </actions>\n\n</idea-plugin>\n", "position": "-391.00;-244.00", "size": "912;902", "children": []}]}]}, {"name": null, "role": "AXStaticText", "description": "Scheme:", "role_description": "text", "value": "Scheme:", "position": "-391.00;-244.00", "size": "53;17", "children": []}, {"name": null, "role": "AXPopUpButton", "description": null, "role_description": "pop up button", "value": "Default", "position": "-391.00;-244.00", "size": "200;34", "children": [{"name": null, "role": "AXPopUpButton", "description": null, "role_description": "pop up button", "value": null, "position": "-391.00;-244.00", "size": "0;0", "children": []}]}, {"name": null, "role": "AXTextField", "description": null, "role_description": "text field", "value": "", "position": "-391.00;-244.00", "size": "200;34", "children": []}, {"name": null, "role": "AXGroup", "description": "Action Toolbar", "role_description": "group", "value": 0, "position": "-391.00;-244.00", "size": "26;34", "children": [{"name": null, "role": "AXButton", "description": "Show Scheme Actions", "role_description": "button", "value": null, "position": "-391.00;-244.00", "size": "26;24", "children": []}]}, {"name": null, "role": "AXStaticText", "description": "", "role_description": "text", "value": "", "position": "-391.00;-244.00", "size": "0;0", "children": []}, {"name": null, "role": "AXLink", "description": "Set from...", "role_description": "link", "value": null, "position": "-391.00;-244.00", "size": "66;17", "children": []}, {"name": null, "role": "AXImage", "description": "", "role_description": "image", "value": null, "position": "-391.00;-244.00", "size": "16;16", "children": []}, {"name": null, "role": "AXStaticText", "description": "", "role_description": "text", "value": "", "position": "-391.00;-244.00", "size": "0;0", "children": []}, {"name": null, "role": "AXLink", "description": "Disable", "role_description": "link", "value": null, "position": "-391.00;-244.00", "size": "47;17", "children": []}, {"name": null, "role": "AXStaticText", "description": "Loading...", "role_description": "text", "value": "Loading...", "position": "-391.00;-244.00", "size": "737;536", "children": []}, {"name": null, "role": "AXTabGroup", "description": "Code Generation", "role_description": "tab group", "value": "{\n    \"name\": null,\n    \"role\": \"No role\",\n    \"description\": \"\",\n    \"role_description\": \"\",\n    \"value\": null,\n    \"position\": \"\",\n    \"size\": \"\",\n    \"children\": []\n}", "position": "-391.00;-244.00", "size": "737;536", "children": [{"name": null, "role": "No role", "description": "", "role_description": "", "value": null, "position": "", "size": "", "children": []}, {"name": null, "role": "No role", "description": "", "role_description": "", "value": null, "position": "", "size": "", "children": []}, {"name": null, "role": "No role", "description": "", "role_description": "", "value": null, "position": "", "size": "", "children": []}, {"name": null, "role": "No role", "description": "", "role_description": "", "value": null, "position": "", "size": "", "children": []}, {"name": null, "role": "No role", "description": "", "role_description": "", "value": null, "position": "", "size": "", "children": []}, {"name": null, "role": "No role", "description": "", "role_description": "", "value": null, "position": "", "size": "", "children": []}, {"name": null, "role": "No role", "description": "", "role_description": "", "value": null, "position": "", "size": "", "children": []}, {"name": null, "role": "No role", "description": "", "role_description": "", "value": null, "position": "", "size": "", "children": []}, {"name": null, "role": "No role", "description": "", "role_description": "", "value": null, "position": "", "size": "", "children": []}, {"name": null, "role": "No role", "description": "", "role_description": "", "value": null, "position": "", "size": "", "children": []}, {"name": null, "role": "No role", "description": "", "role_description": "", "value": null, "position": "", "size": "", "children": []}, {"name": null, "role": "No role", "description": "", "role_description": "", "value": null, "position": "", "size": "", "children": []}, {"name": null, "role": "AXCheckBox", "description": "Line comment at first column", "role_description": "checkbox", "value": 1, "position": "-391.00;-244.00", "size": "206;25", "children": []}, {"name": null, "role": "AXCheckBox", "description": "Add a space at line comment start", "role_description": "checkbox", "value": 0, "position": "-391.00;-244.00", "size": "238;25", "children": []}, {"name": null, "role": "AXCheckBox", "description": "Enforce on reformat", "role_description": "checkbox", "value": 0, "position": "-391.00;-244.00", "size": "151;25", "children": []}, {"name": null, "role": "AXCheckBox", "description": "Block comment at first column", "role_description": "checkbox", "value": 1, "position": "-391.00;-244.00", "size": "0;0", "children": []}, {"name": null, "role": "AXCheckBox", "description": "Add spaces around block comments", "role_description": "checkbox", "value": 0, "position": "-391.00;-244.00", "size": "0;0", "children": []}]}, {"name": null, "role": "AXStaticText", "description": "Scheme:", "role_description": "text", "value": "Scheme:", "position": "-391.00;-244.00", "size": "53;17", "children": []}, {"name": null, "role": "AXPopUpButton", "description": null, "role_description": "pop up button", "value": "Default", "position": "-391.00;-244.00", "size": "200;34", "children": [{"name": null, "role": "AXPopUpButton", "description": null, "role_description": "pop up button", "value": null, "position": "-391.00;-244.00", "size": "0;0", "children": []}]}, {"name": null, "role": "AXTextField", "description": null, "role_description": "text field", "value": "", "position": "-391.00;-244.00", "size": "200;34", "children": []}, {"name": null, "role": "AXGroup", "description": "Action Toolbar", "role_description": "group", "value": 0, "position": "-391.00;-244.00", "size": "26;34", "children": [{"name": null, "role": "AXButton", "description": "Show Scheme Actions", "role_description": "button", "value": null, "position": "-391.00;-244.00", "size": "26;24", "children": []}]}, {"name": null, "role": "AXStaticText", "description": "", "role_description": "text", "value": "", "position": "-391.00;-244.00", "size": "0;0", "children": []}, {"name": null, "role": "AXLink", "description": "Set from...", "role_description": "link", "value": null, "position": "-391.00;-244.00", "size": "0;0", "children": []}, {"name": null, "role": "AXImage", "description": "", "role_description": "image", "value": null, "position": "-391.00;-244.00", "size": "16;16", "children": []}, {"name": null, "role": "AXStaticText", "description": "", "role_description": "text", "value": "", "position": "-391.00;-244.00", "size": "0;0", "children": []}, {"name": null, "role": "AXLink", "description": "Disable", "role_description": "link", "value": null, "position": "-391.00;-244.00", "size": "47;17", "children": []}, {"name": null, "role": "AXStaticText", "description": "Loading...", "role_description": "text", "value": "Loading...", "position": "-391.00;-244.00", "size": "737;541", "children": []}, {"name": null, "role": "AXCheckBox", "description": "Use tab character", "role_description": "checkbox", "value": 0, "position": "-391.00;-244.00", "size": "138;25", "children": []}, {"name": null, "role": "AXCheckBox", "description": "Smart tabs", "role_description": "checkbox", "value": 0, "position": "-391.00;-244.00", "size": "95;25", "children": []}, {"name": null, "role": "AXStaticText", "description": "Tab size:", "role_description": "text", "value": "Tab size:", "position": "-391.00;-244.00", "size": "111;17", "children": []}, {"name": null, "role": "AXTextField", "description": "Tab size:", "role_description": "text field", "value": "4", "position": "-391.00;-244.00", "size": "107;34", "children": []}, {"name": null, "role": "AXStaticText", "description": "Indent:", "role_description": "text", "value": "Indent:", "position": "-391.00;-244.00", "size": "111;17", "children": []}, {"name": null, "role": "AXTextField", "description": "Indent:", "role_description": "text field", "value": "4", "position": "-391.00;-244.00", "size": "107;34", "children": []}, {"name": null, "role": "AXStaticText", "description": "Text files and unsupported file types:", "role_description": "text", "value": "Text files and unsupported file types:", "position": "-391.00;-244.00", "size": "229;17", "children": []}, {"name": null, "role": "AXTextField", "description": "Message text filter", "role_description": "text field", "value": "", "position": "-391.00;-244.00", "size": "235;34", "children": []}, {"name": null, "role": "AXGroup", "description": "", "role_description": "group", "value": 0, "position": "-391.00;-244.00", "size": "40;34", "children": [{"name": null, "role": "AXImage", "description": "", "role_description": "image", "value": null, "position": "-391.00;-244.00", "size": "26;24", "children": []}]}, {"name": null, "role": "AXImage", "description": null, "role_description": "image", "value": null, "position": "-391.00;-244.00", "size": "6;17", "children": []}, {"name": null, "role": "AXScrollArea", "description": null, "role_description": "scroll area", "value": 0, "position": "-391.00;-244.00", "size": "343;465", "children": [{"name": null, "role": "AXTable", "description": "table", "role_description": "table", "value": 0, "position": "-391.00;-244.00", "size": "341;463", "children": [{"name": null, "role": "AXRow", "description": "User defined, 0, 0", "role_description": "row", "value": 0, "position": "-391.00;-244.00", "size": "341;21", "children": [{"name": null, "role": "AXCell", "description": "User defined", "role_description": "cell", "value": 0, "position": "-391.00;-244.00", "size": "281;21", "children": [{"name": null, "role": "AXStaticText", "description": "User defined", "role_description": "text", "value": 0, "position": "-391.00;-244.00", "size": "281;21", "children": []}]}, {"name": null, "role": "AXCell", "description": null, "role_description": "cell", "value": 0, "position": "-391.00;-244.00", "size": "22;21", "children": [{"name": null, "role": "AXImage", "description": null, "role_description": "image", "value": 0, "position": "-391.00;-244.00", "size": "22;21", "children": []}]}, {"name": null, "role": "AXCell", "description": null, "role_description": "cell", "value": 0, "position": "-391.00;-244.00", "size": "38;21", "children": [{"name": null, "role": "AXCheckBox", "description": null, "role_description": "checkbox", "value": 0, "position": "-391.00;-244.00", "size": "38;21", "children": []}]}]}, {"name": null, "role": "AXRow", "description": "EditorConfig, 0, 1", "role_description": "row", "value": 0, "position": "-391.00;-244.00", "size": "341;21", "children": [{"name": null, "role": "AXCell", "description": "EditorConfig", "role_description": "cell", "value": 0, "position": "-391.00;-244.00", "size": "281;21", "children": [{"name": null, "role": "AXStaticText", "description": "EditorConfig", "role_description": "text", "value": 0, "position": "-391.00;-244.00", "size": "281;21", "children": []}]}, {"name": null, "role": "AXCell", "description": null, "role_description": "cell", "value": 0, "position": "-391.00;-244.00", "size": "22;21", "children": [{"name": null, "role": "AXImage", "description": null, "role_description": "image", "value": 0, "position": "-391.00;-244.00", "size": "22;21", "children": []}]}, {"name": null, "role": "AXCell", "description": null, "role_description": "cell", "value": 1, "position": "-391.00;-244.00", "size": "38;21", "children": [{"name": null, "role": "AXCheckBox", "description": null, "role_description": "checkbox", "value": 1, "position": "-391.00;-244.00", "size": "38;21", "children": []}]}]}, {"name": null, "role": "AXRow", "description": "General, 0, 0", "role_description": "row", "value": 0, "position": "-391.00;-244.00", "size": "341;21", "children": [{"name": null, "role": "AXCell", "description": "General", "role_description": "cell", "value": 0, "position": "-391.00;-244.00", "size": "281;21", "children": [{"name": null, "role": "AXStaticText", "description": "General", "role_description": "text", "value": 0, "position": "-391.00;-244.00", "size": "281;21", "children": []}]}, {"name": null, "role": "AXCell", "description": null, "role_description": "cell", "value": 0, "position": "-391.00;-244.00", "size": "22;21", "children": [{"name": null, "role": "AXImage", "description": null, "role_description": "image", "value": 0, "position": "-391.00;-244.00", "size": "22;21", "children": []}]}, {"name": null, "role": "AXCell", "description": null, "role_description": "cell", "value": 0, "position": "-391.00;-244.00", "size": "38;21", "children": [{"name": null, "role": "AXCheckBox", "description": null, "role_description": "checkbox", "value": 0, "position": "-391.00;-244.00", "size": "38;21", "children": []}]}]}, {"name": null, "role": "AXRow", "description": "HTML, 0, 1", "role_description": "row", "value": 0, "position": "-391.00;-244.00", "size": "341;21", "children": [{"name": null, "role": "AXCell", "description": "HTML", "role_description": "cell", "value": 0, "position": "-391.00;-244.00", "size": "281;21", "children": [{"name": null, "role": "AXStaticText", "description": "HTML", "role_description": "text", "value": 0, "position": "-391.00;-244.00", "size": "281;21", "children": []}]}, {"name": null, "role": "AXCell", "description": null, "role_description": "cell", "value": 0, "position": "-391.00;-244.00", "size": "22;21", "children": [{"name": null, "role": "AXImage", "description": null, "role_description": "image", "value": 0, "position": "-391.00;-244.00", "size": "22;21", "children": []}]}, {"name": null, "role": "AXCell", "description": null, "role_description": "cell", "value": 1, "position": "-391.00;-244.00", "size": "38;21", "children": [{"name": null, "role": "AXCheckBox", "description": null, "role_description": "checkbox", "value": 1, "position": "-391.00;-244.00", "size": "38;21", "children": []}]}]}, {"name": null, "role": "AXRow", "description": "Internationalization, 0, 1", "role_description": "row", "value": 0, "position": "-391.00;-244.00", "size": "341;21", "children": [{"name": null, "role": "AXCell", "description": "Internationalization", "role_description": "cell", "value": 0, "position": "-391.00;-244.00", "size": "281;21", "children": [{"name": null, "role": "AXStaticText", "description": "Internationalization", "role_description": "text", "value": 0, "position": "-391.00;-244.00", "size": "281;21", "children": []}]}, {"name": null, "role": "AXCell", "description": null, "role_description": "cell", "value": 0, "position": "-391.00;-244.00", "size": "22;21", "children": [{"name": null, "role": "AXImage", "description": null, "role_description": "image", "value": 0, "position": "-391.00;-244.00", "size": "22;21", "children": []}]}, {"name": null, "role": "AXCell", "description": null, "role_description": "cell", "value": 1, "position": "-391.00;-244.00", "size": "38;21", "children": [{"name": null, "role": "AXCheckBox", "description": null, "role_description": "checkbox", "value": 1, "position": "-391.00;-244.00", "size": "38;21", "children": []}]}]}, {"name": null, "role": "AXRow", "description": "JSON and JSON5, 0, 1", "role_description": "row", "value": 0, "position": "-391.00;-244.00", "size": "341;21", "children": [{"name": null, "role": "AXCell", "description": "JSON and JSON5", "role_description": "cell", "value": 0, "position": "-391.00;-244.00", "size": "281;21", "children": [{"name": null, "role": "AXStaticText", "description": "JSON and JSON5", "role_description": "text", "value": 0, "position": "-391.00;-244.00", "size": "281;21", "children": []}]}, {"name": null, "role": "AXCell", "description": null, "role_description": "cell", "value": 0, "position": "-391.00;-244.00", "size": "22;21", "children": [{"name": null, "role": "AXImage", "description": null, "role_description": "image", "value": 0, "position": "-391.00;-244.00", "size": "22;21", "children": []}]}, {"name": null, "role": "AXCell", "description": null, "role_description": "cell", "value": 1, "position": "-391.00;-244.00", "size": "38;21", "children": [{"name": null, "role": "AXCheckBox", "description": null, "role_description": "checkbox", "value": 1, "position": "-391.00;-244.00", "size": "38;21", "children": []}]}]}, {"name": null, "role": "AXRow", "description": "Markdown, 0, 1", "role_description": "row", "value": 0, "position": "-391.00;-244.00", "size": "341;21", "children": [{"name": null, "role": "AXCell", "description": "Markdown", "role_description": "cell", "value": 0, "position": "-391.00;-244.00", "size": "281;21", "children": [{"name": null, "role": "AXStaticText", "description": "Markdown", "role_description": "text", "value": 0, "position": "-391.00;-244.00", "size": "281;21", "children": []}]}, {"name": null, "role": "AXCell", "description": null, "role_description": "cell", "value": 0, "position": "-391.00;-244.00", "size": "22;21", "children": [{"name": null, "role": "AXImage", "description": null, "role_description": "image", "value": 0, "position": "-391.00;-244.00", "size": "22;21", "children": []}]}, {"name": null, "role": "AXCell", "description": null, "role_description": "cell", "value": 1, "position": "-391.00;-244.00", "size": "38;21", "children": [{"name": null, "role": "AXCheckBox", "description": null, "role_description": "checkbox", "value": 1, "position": "-391.00;-244.00", "size": "38;21", "children": []}]}]}, {"name": null, "role": "AXRow", "description": "Proofreading, 0, 1", "role_description": "row", "value": 0, "position": "-391.00;-244.00", "size": "341;21", "children": [{"name": null, "role": "AXCell", "description": "Proofreading", "role_description": "cell", "value": 0, "position": "-391.00;-244.00", "size": "281;21", "children": [{"name": null, "role": "AXStaticText", "description": "Proofreading", "role_description": "text", "value": 0, "position": "-391.00;-244.00", "size": "281;21", "children": []}]}, {"name": null, "role": "AXCell", "description": null, "role_description": "cell", "value": 0, "position": "-391.00;-244.00", "size": "22;21", "children": [{"name": null, "role": "AXImage", "description": null, "role_description": "image", "value": 0, "position": "-391.00;-244.00", "size": "22;21", "children": []}]}, {"name": null, "role": "AXCell", "description": null, "role_description": "cell", "value": 1, "position": "-391.00;-244.00", "size": "38;21", "children": [{"name": null, "role": "AXCheckBox", "description": null, "role_description": "checkbox", "value": 1, "position": "-391.00;-244.00", "size": "38;21", "children": []}]}]}, {"name": null, "role": "AXRow", "description": "Properties files, 0, 0", "role_description": "row", "value": 0, "position": "-391.00;-244.00", "size": "341;21", "children": [{"name": null, "role": "AXCell", "description": "Properties files", "role_description": "cell", "value": 0, "position": "-391.00;-244.00", "size": "281;21", "children": [{"name": null, "role": "AXStaticText", "description": "Properties files", "role_description": "text", "value": 0, "position": "-391.00;-244.00", "size": "281;21", "children": []}]}, {"name": null, "role": "AXCell", "description": null, "role_description": "cell", "value": 0, "position": "-391.00;-244.00", "size": "22;21", "children": [{"name": null, "role": "AXImage", "description": null, "role_description": "image", "value": 0, "position": "-391.00;-244.00", "size": "22;21", "children": []}]}, {"name": null, "role": "AXCell", "description": null, "role_description": "cell", "value": 0, "position": "-391.00;-244.00", "size": "38;21", "children": [{"name": null, "role": "AXCheckBox", "description": null, "role_description": "checkbox", "value": 0, "position": "-391.00;-244.00", "size": "38;21", "children": []}]}]}, {"name": null, "role": "AXRow", "description": "Python, 0, 0", "role_description": "row", "value": 0, "position": "-391.00;-244.00", "size": "341;21", "children": [{"name": null, "role": "AXCell", "description": "Python", "role_description": "cell", "value": 0, "position": "-391.00;-244.00", "size": "281;21", "children": [{"name": null, "role": "AXStaticText", "description": "Python", "role_description": "text", "value": 0, "position": "-391.00;-244.00", "size": "281;21", "children": []}]}, {"name": null, "role": "AXCell", "description": null, "role_description": "cell", "value": 0, "position": "-391.00;-244.00", "size": "22;21", "children": [{"name": null, "role": "AXImage", "description": null, "role_description": "image", "value": 0, "position": "-391.00;-244.00", "size": "22;21", "children": []}]}, {"name": null, "role": "AXCell", "description": null, "role_description": "cell", "value": 0, "position": "-391.00;-244.00", "size": "38;21", "children": [{"name": null, "role": "AXCheckBox", "description": null, "role_description": "checkbox", "value": 0, "position": "-391.00;-244.00", "size": "38;21", "children": []}]}]}, {"name": null, "role": "AXRow", "description": "Qodana, 0, 0", "role_description": "row", "value": 0, "position": "-391.00;-244.00", "size": "341;21", "children": [{"name": null, "role": "AXCell", "description": "Qodana", "role_description": "cell", "value": 0, "position": "-391.00;-244.00", "size": "281;21", "children": [{"name": null, "role": "AXStaticText", "description": "Qodana", "role_description": "text", "value": 0, "position": "-391.00;-244.00", "size": "281;21", "children": []}]}, {"name": null, "role": "AXCell", "description": null, "role_description": "cell", "value": 0, "position": "-391.00;-244.00", "size": "22;21", "children": [{"name": null, "role": "AXImage", "description": null, "role_description": "image", "value": 0, "position": "-391.00;-244.00", "size": "22;21", "children": []}]}, {"name": null, "role": "AXCell", "description": null, "role_description": "cell", "value": 0, "position": "-391.00;-244.00", "size": "38;21", "children": [{"name": null, "role": "AXCheckBox", "description": null, "role_description": "checkbox", "value": 0, "position": "-391.00;-244.00", "size": "38;21", "children": []}]}]}, {"name": null, "role": "AXRow", "description": "RegExp, 0, 0", "role_description": "row", "value": 0, "position": "-391.00;-244.00", "size": "341;21", "children": [{"name": null, "role": "AXCell", "description": "RegExp", "role_description": "cell", "value": 0, "position": "-391.00;-244.00", "size": "281;21", "children": [{"name": null, "role": "AXStaticText", "description": "RegExp", "role_description": "text", "value": 0, "position": "-391.00;-244.00", "size": "281;21", "children": []}]}, {"name": null, "role": "AXCell", "description": null, "role_description": "cell", "value": 0, "position": "-391.00;-244.00", "size": "22;21", "children": [{"name": null, "role": "AXImage", "description": null, "role_description": "image", "value": 0, "position": "-391.00;-244.00", "size": "22;21", "children": []}]}, {"name": null, "role": "AXCell", "description": null, "role_description": "cell", "value": 0, "position": "-391.00;-244.00", "size": "38;21", "children": [{"name": null, "role": "AXCheckBox", "description": null, "role_description": "checkbox", "value": 0, "position": "-391.00;-244.00", "size": "38;21", "children": []}]}]}, {"name": null, "role": "AXRow", "description": "RELAX NG, 0, 0", "role_description": "row", "value": 0, "position": "-391.00;-244.00", "size": "341;21", "children": [{"name": null, "role": "AXCell", "description": "RELAX NG", "role_description": "cell", "value": 0, "position": "-391.00;-244.00", "size": "281;21", "children": [{"name": null, "role": "AXStaticText", "description": "RELAX NG", "role_description": "text", "value": 0, "position": "-391.00;-244.00", "size": "281;21", "children": []}]}, {"name": null, "role": "AXCell", "description": null, "role_description": "cell", "value": 0, "position": "-391.00;-244.00", "size": "22;21", "children": [{"name": null, "role": "AXImage", "description": null, "role_description": "image", "value": 0, "position": "-391.00;-244.00", "size": "22;21", "children": []}]}, {"name": null, "role": "AXCell", "description": null, "role_description": "cell", "value": 0, "position": "-391.00;-244.00", "size": "38;21", "children": [{"name": null, "role": "AXCheckBox", "description": null, "role_description": "checkbox", "value": 0, "position": "-391.00;-244.00", "size": "38;21", "children": []}]}]}, {"name": null, "role": "AXRow", "description": "Requirements, 0, 1", "role_description": "row", "value": 0, "position": "-391.00;-244.00", "size": "341;21", "children": [{"name": null, "role": "AXCell", "description": "Requirements", "role_description": "cell", "value": 0, "position": "-391.00;-244.00", "size": "281;21", "children": [{"name": null, "role": "AXStaticText", "description": "Requirements", "role_description": "text", "value": 0, "position": "-391.00;-244.00", "size": "281;21", "children": []}]}, {"name": null, "role": "AXCell", "description": null, "role_description": "cell", "value": 0, "position": "-391.00;-244.00", "size": "22;21", "children": [{"name": null, "role": "AXImage", "description": null, "role_description": "image", "value": 0, "position": "-391.00;-244.00", "size": "22;21", "children": []}]}, {"name": null, "role": "AXCell", "description": null, "role_description": "cell", "value": 1, "position": "-391.00;-244.00", "size": "38;21", "children": [{"name": null, "role": "AXCheckBox", "description": null, "role_description": "checkbox", "value": 1, "position": "-391.00;-244.00", "size": "38;21", "children": []}]}]}, {"name": null, "role": "AXRow", "description": "ReST, 0, 0", "role_description": "row", "value": 0, "position": "-391.00;-244.00", "size": "341;21", "children": [{"name": null, "role": "AXCell", "description": "ReST", "role_description": "cell", "value": 0, "position": "-391.00;-244.00", "size": "281;21", "children": [{"name": null, "role": "AXStaticText", "description": "ReST", "role_description": "text", "value": 0, "position": "-391.00;-244.00", "size": "281;21", "children": []}]}, {"name": null, "role": "AXCell", "description": null, "role_description": "cell", "value": 0, "position": "-391.00;-244.00", "size": "22;21", "children": [{"name": null, "role": "AXImage", "description": null, "role_description": "image", "value": 0, "position": "-391.00;-244.00", "size": "22;21", "children": []}]}, {"name": null, "role": "AXCell", "description": null, "role_description": "cell", "value": 0, "position": "-391.00;-244.00", "size": "38;21", "children": [{"name": null, "role": "AXCheckBox", "description": null, "role_description": "checkbox", "value": 0, "position": "-391.00;-244.00", "size": "38;21", "children": []}]}]}, {"name": null, "role": "AXRow", "description": "Security, 0, 1", "role_description": "row", "value": 0, "position": "-391.00;-244.00", "size": "341;21", "children": [{"name": null, "role": "AXCell", "description": "Security", "role_description": "cell", "value": 0, "position": "-391.00;-244.00", "size": "281;21", "children": [{"name": null, "role": "AXStaticText", "description": "Security", "role_description": "text", "value": 0, "position": "-391.00;-244.00", "size": "281;21", "children": []}]}, {"name": null, "role": "AXCell", "description": null, "role_description": "cell", "value": 0, "position": "-391.00;-244.00", "size": "22;21", "children": [{"name": null, "role": "AXImage", "description": null, "role_description": "image", "value": 0, "position": "-391.00;-244.00", "size": "22;21", "children": []}]}, {"name": null, "role": "AXCell", "description": null, "role_description": "cell", "value": 1, "position": "-391.00;-244.00", "size": "38;21", "children": [{"name": null, "role": "AXCheckBox", "description": null, "role_description": "checkbox", "value": 1, "position": "-391.00;-244.00", "size": "38;21", "children": []}]}]}, {"name": null, "role": "AXRow", "description": "Shell script, 0, 1", "role_description": "row", "value": 0, "position": "-391.00;-244.00", "size": "341;21", "children": [{"name": null, "role": "AXCell", "description": "Shell script", "role_description": "cell", "value": 0, "position": "-391.00;-244.00", "size": "281;21", "children": [{"name": null, "role": "AXStaticText", "description": "Shell script", "role_description": "text", "value": 0, "position": "-391.00;-244.00", "size": "281;21", "children": []}]}, {"name": null, "role": "AXCell", "description": null, "role_description": "cell", "value": 0, "position": "-391.00;-244.00", "size": "22;21", "children": [{"name": null, "role": "AXImage", "description": null, "role_description": "image", "value": 0, "position": "-391.00;-244.00", "size": "22;21", "children": []}]}, {"name": null, "role": "AXCell", "description": null, "role_description": "cell", "value": 1, "position": "-391.00;-244.00", "size": "38;21", "children": [{"name": null, "role": "AXCheckBox", "description": null, "role_description": "checkbox", "value": 1, "position": "-391.00;-244.00", "size": "38;21", "children": []}]}]}, {"name": null, "role": "AXRow", "description": "TOML, 0, 1", "role_description": "row", "value": 0, "position": "-391.00;-244.00", "size": "341;21", "children": [{"name": null, "role": "AXCell", "description": "TOML", "role_description": "cell", "value": 0, "position": "-391.00;-244.00", "size": "281;21", "children": [{"name": null, "role": "AXStaticText", "description": "TOML", "role_description": "text", "value": 0, "position": "-391.00;-244.00", "size": "281;21", "children": []}]}, {"name": null, "role": "AXCell", "description": null, "role_description": "cell", "value": 0, "position": "-391.00;-244.00", "size": "22;21", "children": [{"name": null, "role": "AXImage", "description": null, "role_description": "image", "value": 0, "position": "-391.00;-244.00", "size": "22;21", "children": []}]}, {"name": null, "role": "AXCell", "description": null, "role_description": "cell", "value": 1, "position": "-391.00;-244.00", "size": "38;21", "children": [{"name": null, "role": "AXCheckBox", "description": null, "role_description": "checkbox", "value": 1, "position": "-391.00;-244.00", "size": "38;21", "children": []}]}]}, {"name": null, "role": "AXRow", "description": "Version control, 0, 1", "role_description": "row", "value": 0, "position": "-391.00;-244.00", "size": "341;21", "children": [{"name": null, "role": "AXCell", "description": "Version control", "role_description": "cell", "value": 0, "position": "-391.00;-244.00", "size": "281;21", "children": [{"name": null, "role": "AXStaticText", "description": "Version control", "role_description": "text", "value": 0, "position": "-391.00;-244.00", "size": "281;21", "children": []}]}, {"name": null, "role": "AXCell", "description": null, "role_description": "cell", "value": 0, "position": "-391.00;-244.00", "size": "22;21", "children": [{"name": null, "role": "AXImage", "description": null, "role_description": "image", "value": 0, "position": "-391.00;-244.00", "size": "22;21", "children": []}]}, {"name": null, "role": "AXCell", "description": null, "role_description": "cell", "value": 1, "position": "-391.00;-244.00", "size": "38;21", "children": [{"name": null, "role": "AXCheckBox", "description": null, "role_description": "checkbox", "value": 1, "position": "-391.00;-244.00", "size": "38;21", "children": []}]}]}, {"name": null, "role": "AXRow", "description": "XML, 0, 1", "role_description": "row", "value": 0, "position": "-391.00;-244.00", "size": "341;21", "children": [{"name": null, "role": "AXCell", "description": "XML", "role_description": "cell", "value": 0, "position": "-391.00;-244.00", "size": "281;21", "children": [{"name": null, "role": "AXStaticText", "description": "XML", "role_description": "text", "value": 0, "position": "-391.00;-244.00", "size": "281;21", "children": []}]}, {"name": null, "role": "AXCell", "description": null, "role_description": "cell", "value": 0, "position": "-391.00;-244.00", "size": "22;21", "children": [{"name": null, "role": "AXImage", "description": null, "role_description": "image", "value": 0, "position": "-391.00;-244.00", "size": "22;21", "children": []}]}, {"name": null, "role": "AXCell", "description": null, "role_description": "cell", "value": 1, "position": "-391.00;-244.00", "size": "38;21", "children": [{"name": null, "role": "AXCheckBox", "description": null, "role_description": "checkbox", "value": 1, "position": "-391.00;-244.00", "size": "38;21", "children": []}]}]}, {"name": null, "role": "AXRow", "description": "YAML, 0, 1", "role_description": "row", "value": 0, "position": "-391.00;-244.00", "size": "341;21", "children": [{"name": null, "role": "AXCell", "description": "YAML", "role_description": "cell", "value": 0, "position": "-391.00;-244.00", "size": "281;21", "children": [{"name": null, "role": "AXStaticText", "description": "YAML", "role_description": "text", "value": 0, "position": "-391.00;-244.00", "size": "281;21", "children": []}]}, {"name": null, "role": "AXCell", "description": null, "role_description": "cell", "value": 0, "position": "-391.00;-244.00", "size": "22;21", "children": [{"name": null, "role": "AXImage", "description": null, "role_description": "image", "value": 0, "position": "-391.00;-244.00", "size": "22;21", "children": []}]}, {"name": null, "role": "AXCell", "description": null, "role_description": "cell", "value": 1, "position": "-391.00;-244.00", "size": "38;21", "children": [{"name": null, "role": "AXCheckBox", "description": null, "role_description": "checkbox", "value": 1, "position": "-391.00;-244.00", "size": "38;21", "children": []}]}]}]}, {"name": null, "role": "AXScrollBar", "description": null, "role_description": "scroll bar", "value": 0, "position": "-391.00;-244.00", "size": "0;0", "children": []}, {"name": null, "role": "AXScrollBar", "description": null, "role_description": "scroll bar", "value": 0, "position": "-391.00;-244.00", "size": "0;0", "children": []}]}, {"name": null, "role": "AXScrollArea", "description": null, "role_description": "scroll area", "value": 0, "position": "-391.00;-244.00", "size": "342;232", "children": [{"name": null, "role": "AXTextField", "description": "text/html", "role_description": "text field", "value": "\nUse the + button in the toolbar to create a new inspection.", "position": "-391.00;-244.00", "size": "342;232", "children": [{"name": null, "role": "AXTextField", "description": "text/html", "role_description": "text field", "value": null, "position": "-391.00;-244.00", "size": "0;0", "children": []}, {"name": null, "role": "AXTextField", "description": "text/html", "role_description": "text field", "value": null, "position": "-391.00;-244.00", "size": "292;34", "children": []}, {"name": null, "role": "AXTextField", "description": "text/html", "role_description": "text field", "value": null, "position": "-391.00;-244.00", "size": "0;17", "children": []}]}, {"name": null, "role": "AXScrollBar", "description": null, "role_description": "scroll bar", "value": 0, "position": "-391.00;-244.00", "size": "0;0", "children": []}, {"name": null, "role": "AXScrollBar", "description": null, "role_description": "scroll bar", "value": 0, "position": "-391.00;-244.00", "size": "0;0", "children": []}]}, {"name": null, "role": "AXCheckBox", "description": "Disable new inspections by default", "role_description": "checkbox", "value": 0, "position": "-391.00;-244.00", "size": "705;25", "children": []}, {"name": null, "role": "AXTextField", "description": "Message text filter", "role_description": "text field", "value": "", "position": "-391.00;-244.00", "size": "189;34", "children": []}, {"name": null, "role": "AXGroup", "description": "Action Toolbar", "role_description": "group", "value": 0, "position": "-391.00;-244.00", "size": "177;34", "children": [{"name": null, "role": "AXButton", "description": "Filter Inspections", "role_description": "button", "value": null, "position": "-391.00;-244.00", "size": "26;24", "children": []}, {"name": null, "role": "AXButton", "description": "Expand All", "role_description": "button", "value": null, "position": "-391.00;-244.00", "size": "26;24", "children": []}, {"name": null, "role": "AXButton", "description": "Collapse All", "role_description": "button", "value": null, "position": "-391.00;-244.00", "size": "26;24", "children": []}, {"name": null, "role": "AXButton", "description": "Reset to Empty", "role_description": "button", "value": null, "position": "-391.00;-244.00", "size": "26;24", "children": []}, {"name": null, "role": "AXButton", "description": "Add Custom Inspection", "role_description": "button", "value": null, "position": "-391.00;-244.00", "size": "26;24", "children": []}, {"name": null, "role": "AXButton", "description": "Remove Custom Inspection", "role_description": "button", "value": null, "position": "-391.00;-244.00", "size": "26;24", "children": []}]}, {"name": null, "role": "AXImage", "description": null, "role_description": "image", "value": null, "position": "-391.00;-244.00", "size": "6;17", "children": []}, {"name": null, "role": "AXScrollArea", "description": null, "role_description": "scroll area", "value": 0, "position": "-391.00;-244.00", "size": "343;465", "children": [{"name": null, "role": "AXTable", "description": "table", "role_description": "table", "value": 0, "position": "-391.00;-244.00", "size": "341;463", "children": [{"name": null, "role": "AXRow", "description": "User defined, 0, 0", "role_description": "row", "value": 0, "position": "-391.00;-244.00", "size": "341;21", "children": [{"name": null, "role": "AXCell", "description": "User defined", "role_description": "cell", "value": 0, "position": "-391.00;-244.00", "size": "281;21", "children": [{"name": null, "role": "AXStaticText", "description": "User defined", "role_description": "text", "value": 0, "position": "-391.00;-244.00", "size": "281;21", "children": []}]}, {"name": null, "role": "AXCell", "description": null, "role_description": "cell", "value": 0, "position": "-391.00;-244.00", "size": "22;21", "children": [{"name": null, "role": "AXImage", "description": null, "role_description": "image", "value": 0, "position": "-391.00;-244.00", "size": "22;21", "children": []}]}, {"name": null, "role": "AXCell", "description": null, "role_description": "cell", "value": 0, "position": "-391.00;-244.00", "size": "38;21", "children": [{"name": null, "role": "AXCheckBox", "description": null, "role_description": "checkbox", "value": 0, "position": "-391.00;-244.00", "size": "38;21", "children": []}]}]}, {"name": null, "role": "AXRow", "description": "EditorConfig, 0, 1", "role_description": "row", "value": 0, "position": "-391.00;-244.00", "size": "341;21", "children": [{"name": null, "role": "AXCell", "description": "EditorConfig", "role_description": "cell", "value": 0, "position": "-391.00;-244.00", "size": "281;21", "children": [{"name": null, "role": "AXStaticText", "description": "EditorConfig", "role_description": "text", "value": 0, "position": "-391.00;-244.00", "size": "281;21", "children": []}]}, {"name": null, "role": "AXCell", "description": null, "role_description": "cell", "value": 0, "position": "-391.00;-244.00", "size": "22;21", "children": [{"name": null, "role": "AXImage", "description": null, "role_description": "image", "value": 0, "position": "-391.00;-244.00", "size": "22;21", "children": []}]}, {"name": null, "role": "AXCell", "description": null, "role_description": "cell", "value": 1, "position": "-391.00;-244.00", "size": "38;21", "children": [{"name": null, "role": "AXCheckBox", "description": null, "role_description": "checkbox", "value": 1, "position": "-391.00;-244.00", "size": "38;21", "children": []}]}]}, {"name": null, "role": "AXRow", "description": "General, 0, 0", "role_description": "row", "value": 0, "position": "-391.00;-244.00", "size": "341;21", "children": [{"name": null, "role": "AXCell", "description": "General", "role_description": "cell", "value": 0, "position": "-391.00;-244.00", "size": "281;21", "children": [{"name": null, "role": "AXStaticText", "description": "General", "role_description": "text", "value": 0, "position": "-391.00;-244.00", "size": "281;21", "children": []}]}, {"name": null, "role": "AXCell", "description": null, "role_description": "cell", "value": 0, "position": "-391.00;-244.00", "size": "22;21", "children": [{"name": null, "role": "AXImage", "description": null, "role_description": "image", "value": 0, "position": "-391.00;-244.00", "size": "22;21", "children": []}]}, {"name": null, "role": "AXCell", "description": null, "role_description": "cell", "value": 0, "position": "-391.00;-244.00", "size": "38;21", "children": [{"name": null, "role": "AXCheckBox", "description": null, "role_description": "checkbox", "value": 0, "position": "-391.00;-244.00", "size": "38;21", "children": []}]}]}, {"name": null, "role": "AXRow", "description": "HTML, 0, 1", "role_description": "row", "value": 0, "position": "-391.00;-244.00", "size": "341;21", "children": [{"name": null, "role": "AXCell", "description": "HTML", "role_description": "cell", "value": 0, "position": "-391.00;-244.00", "size": "281;21", "children": [{"name": null, "role": "AXStaticText", "description": "HTML", "role_description": "text", "value": 0, "position": "-391.00;-244.00", "size": "281;21", "children": []}]}, {"name": null, "role": "AXCell", "description": null, "role_description": "cell", "value": 0, "position": "-391.00;-244.00", "size": "22;21", "children": [{"name": null, "role": "AXImage", "description": null, "role_description": "image", "value": 0, "position": "-391.00;-244.00", "size": "22;21", "children": []}]}, {"name": null, "role": "AXCell", "description": null, "role_description": "cell", "value": 1, "position": "-391.00;-244.00", "size": "38;21", "children": [{"name": null, "role": "AXCheckBox", "description": null, "role_description": "checkbox", "value": 1, "position": "-391.00;-244.00", "size": "38;21", "children": []}]}]}, {"name": null, "role": "AXRow", "description": "Internationalization, 0, 1", "role_description": "row", "value": 0, "position": "-391.00;-244.00", "size": "341;21", "children": [{"name": null, "role": "AXCell", "description": "Internationalization", "role_description": "cell", "value": 0, "position": "-391.00;-244.00", "size": "281;21", "children": [{"name": null, "role": "AXStaticText", "description": "Internationalization", "role_description": "text", "value": 0, "position": "-391.00;-244.00", "size": "281;21", "children": []}]}, {"name": null, "role": "AXCell", "description": null, "role_description": "cell", "value": 0, "position": "-391.00;-244.00", "size": "22;21", "children": [{"name": null, "role": "AXImage", "description": null, "role_description": "image", "value": 0, "position": "-391.00;-244.00", "size": "22;21", "children": []}]}, {"name": null, "role": "AXCell", "description": null, "role_description": "cell", "value": 1, "position": "-391.00;-244.00", "size": "38;21", "children": [{"name": null, "role": "AXCheckBox", "description": null, "role_description": "checkbox", "value": 1, "position": "-391.00;-244.00", "size": "38;21", "children": []}]}]}, {"name": null, "role": "AXRow", "description": "JSON and JSON5, 0, 1", "role_description": "row", "value": 0, "position": "-391.00;-244.00", "size": "341;21", "children": [{"name": null, "role": "AXCell", "description": "JSON and JSON5", "role_description": "cell", "value": 0, "position": "-391.00;-244.00", "size": "281;21", "children": [{"name": null, "role": "AXStaticText", "description": "JSON and JSON5", "role_description": "text", "value": 0, "position": "-391.00;-244.00", "size": "281;21", "children": []}]}, {"name": null, "role": "AXCell", "description": null, "role_description": "cell", "value": 0, "position": "-391.00;-244.00", "size": "22;21", "children": [{"name": null, "role": "AXImage", "description": null, "role_description": "image", "value": 0, "position": "-391.00;-244.00", "size": "22;21", "children": []}]}, {"name": null, "role": "AXCell", "description": null, "role_description": "cell", "value": 1, "position": "-391.00;-244.00", "size": "38;21", "children": [{"name": null, "role": "AXCheckBox", "description": null, "role_description": "checkbox", "value": 1, "position": "-391.00;-244.00", "size": "38;21", "children": []}]}]}, {"name": null, "role": "AXRow", "description": "Markdown, 0, 1", "role_description": "row", "value": 0, "position": "-391.00;-244.00", "size": "341;21", "children": [{"name": null, "role": "AXCell", "description": "Markdown", "role_description": "cell", "value": 0, "position": "-391.00;-244.00", "size": "281;21", "children": [{"name": null, "role": "AXStaticText", "description": "Markdown", "role_description": "text", "value": 0, "position": "-391.00;-244.00", "size": "281;21", "children": []}]}, {"name": null, "role": "AXCell", "description": null, "role_description": "cell", "value": 0, "position": "-391.00;-244.00", "size": "22;21", "children": [{"name": null, "role": "AXImage", "description": null, "role_description": "image", "value": 0, "position": "-391.00;-244.00", "size": "22;21", "children": []}]}, {"name": null, "role": "AXCell", "description": null, "role_description": "cell", "value": 1, "position": "-391.00;-244.00", "size": "38;21", "children": [{"name": null, "role": "AXCheckBox", "description": null, "role_description": "checkbox", "value": 1, "position": "-391.00;-244.00", "size": "38;21", "children": []}]}]}, {"name": null, "role": "AXRow", "description": "Proofreading, 0, 1", "role_description": "row", "value": 0, "position": "-391.00;-244.00", "size": "341;21", "children": [{"name": null, "role": "AXCell", "description": "Proofreading", "role_description": "cell", "value": 0, "position": "-391.00;-244.00", "size": "281;21", "children": [{"name": null, "role": "AXStaticText", "description": "Proofreading", "role_description": "text", "value": 0, "position": "-391.00;-244.00", "size": "281;21", "children": []}]}, {"name": null, "role": "AXCell", "description": null, "role_description": "cell", "value": 0, "position": "-391.00;-244.00", "size": "22;21", "children": [{"name": null, "role": "AXImage", "description": null, "role_description": "image", "value": 0, "position": "-391.00;-244.00", "size": "22;21", "children": []}]}, {"name": null, "role": "AXCell", "description": null, "role_description": "cell", "value": 1, "position": "-391.00;-244.00", "size": "38;21", "children": [{"name": null, "role": "AXCheckBox", "description": null, "role_description": "checkbox", "value": 1, "position": "-391.00;-244.00", "size": "38;21", "children": []}]}]}, {"name": null, "role": "AXRow", "description": "Properties files, 0, 0", "role_description": "row", "value": 0, "position": "-391.00;-244.00", "size": "341;21", "children": [{"name": null, "role": "AXCell", "description": "Properties files", "role_description": "cell", "value": 0, "position": "-391.00;-244.00", "size": "281;21", "children": [{"name": null, "role": "AXStaticText", "description": "Properties files", "role_description": "text", "value": 0, "position": "-391.00;-244.00", "size": "281;21", "children": []}]}, {"name": null, "role": "AXCell", "description": null, "role_description": "cell", "value": 0, "position": "-391.00;-244.00", "size": "22;21", "children": [{"name": null, "role": "AXImage", "description": null, "role_description": "image", "value": 0, "position": "-391.00;-244.00", "size": "22;21", "children": []}]}, {"name": null, "role": "AXCell", "description": null, "role_description": "cell", "value": 0, "position": "-391.00;-244.00", "size": "38;21", "children": [{"name": null, "role": "AXCheckBox", "description": null, "role_description": "checkbox", "value": 0, "position": "-391.00;-244.00", "size": "38;21", "children": []}]}]}, {"name": null, "role": "AXRow", "description": "Python, 0, 0", "role_description": "row", "value": 0, "position": "-391.00;-244.00", "size": "341;21", "children": [{"name": null, "role": "AXCell", "description": "Python", "role_description": "cell", "value": 0, "position": "-391.00;-244.00", "size": "281;21", "children": [{"name": null, "role": "AXStaticText", "description": "Python", "role_description": "text", "value": 0, "position": "-391.00;-244.00", "size": "281;21", "children": []}]}, {"name": null, "role": "AXCell", "description": null, "role_description": "cell", "value": 0, "position": "-391.00;-244.00", "size": "22;21", "children": [{"name": null, "role": "AXImage", "description": null, "role_description": "image", "value": 0, "position": "-391.00;-244.00", "size": "22;21", "children": []}]}, {"name": null, "role": "AXCell", "description": null, "role_description": "cell", "value": 0, "position": "-391.00;-244.00", "size": "38;21", "children": [{"name": null, "role": "AXCheckBox", "description": null, "role_description": "checkbox", "value": 0, "position": "-391.00;-244.00", "size": "38;21", "children": []}]}]}, {"name": null, "role": "AXRow", "description": "Qodana, 0, 0", "role_description": "row", "value": 0, "position": "-391.00;-244.00", "size": "341;21", "children": [{"name": null, "role": "AXCell", "description": "Qodana", "role_description": "cell", "value": 0, "position": "-391.00;-244.00", "size": "281;21", "children": [{"name": null, "role": "AXStaticText", "description": "Qodana", "role_description": "text", "value": 0, "position": "-391.00;-244.00", "size": "281;21", "children": []}]}, {"name": null, "role": "AXCell", "description": null, "role_description": "cell", "value": 0, "position": "-391.00;-244.00", "size": "22;21", "children": [{"name": null, "role": "AXImage", "description": null, "role_description": "image", "value": 0, "position": "-391.00;-244.00", "size": "22;21", "children": []}]}, {"name": null, "role": "AXCell", "description": null, "role_description": "cell", "value": 0, "position": "-391.00;-244.00", "size": "38;21", "children": [{"name": null, "role": "AXCheckBox", "description": null, "role_description": "checkbox", "value": 0, "position": "-391.00;-244.00", "size": "38;21", "children": []}]}]}, {"name": null, "role": "AXRow", "description": "RegExp, 0, 0", "role_description": "row", "value": 0, "position": "-391.00;-244.00", "size": "341;21", "children": [{"name": null, "role": "AXCell", "description": "RegExp", "role_description": "cell", "value": 0, "position": "-391.00;-244.00", "size": "281;21", "children": [{"name": null, "role": "AXStaticText", "description": "RegExp", "role_description": "text", "value": 0, "position": "-391.00;-244.00", "size": "281;21", "children": []}]}, {"name": null, "role": "AXCell", "description": null, "role_description": "cell", "value": 0, "position": "-391.00;-244.00", "size": "22;21", "children": [{"name": null, "role": "AXImage", "description": null, "role_description": "image", "value": 0, "position": "-391.00;-244.00", "size": "22;21", "children": []}]}, {"name": null, "role": "AXCell", "description": null, "role_description": "cell", "value": 0, "position": "-391.00;-244.00", "size": "38;21", "children": [{"name": null, "role": "AXCheckBox", "description": null, "role_description": "checkbox", "value": 0, "position": "-391.00;-244.00", "size": "38;21", "children": []}]}]}, {"name": null, "role": "AXRow", "description": "RELAX NG, 0, 0", "role_description": "row", "value": 0, "position": "-391.00;-244.00", "size": "341;21", "children": [{"name": null, "role": "AXCell", "description": "RELAX NG", "role_description": "cell", "value": 0, "position": "-391.00;-244.00", "size": "281;21", "children": [{"name": null, "role": "AXStaticText", "description": "RELAX NG", "role_description": "text", "value": 0, "position": "-391.00;-244.00", "size": "281;21", "children": []}]}, {"name": null, "role": "AXCell", "description": null, "role_description": "cell", "value": 0, "position": "-391.00;-244.00", "size": "22;21", "children": [{"name": null, "role": "AXImage", "description": null, "role_description": "image", "value": 0, "position": "-391.00;-244.00", "size": "22;21", "children": []}]}, {"name": null, "role": "AXCell", "description": null, "role_description": "cell", "value": 0, "position": "-391.00;-244.00", "size": "38;21", "children": [{"name": null, "role": "AXCheckBox", "description": null, "role_description": "checkbox", "value": 0, "position": "-391.00;-244.00", "size": "38;21", "children": []}]}]}, {"name": null, "role": "AXRow", "description": "Requirements, 0, 1", "role_description": "row", "value": 0, "position": "-391.00;-244.00", "size": "341;21", "children": [{"name": null, "role": "AXCell", "description": "Requirements", "role_description": "cell", "value": 0, "position": "-391.00;-244.00", "size": "281;21", "children": [{"name": null, "role": "AXStaticText", "description": "Requirements", "role_description": "text", "value": 0, "position": "-391.00;-244.00", "size": "281;21", "children": []}]}, {"name": null, "role": "AXCell", "description": null, "role_description": "cell", "value": 0, "position": "-391.00;-244.00", "size": "22;21", "children": [{"name": null, "role": "AXImage", "description": null, "role_description": "image", "value": 0, "position": "-391.00;-244.00", "size": "22;21", "children": []}]}, {"name": null, "role": "AXCell", "description": null, "role_description": "cell", "value": 1, "position": "-391.00;-244.00", "size": "38;21", "children": [{"name": null, "role": "AXCheckBox", "description": null, "role_description": "checkbox", "value": 1, "position": "-391.00;-244.00", "size": "38;21", "children": []}]}]}, {"name": null, "role": "AXRow", "description": "ReST, 0, 0", "role_description": "row", "value": 0, "position": "-391.00;-244.00", "size": "341;21", "children": [{"name": null, "role": "AXCell", "description": "ReST", "role_description": "cell", "value": 0, "position": "-391.00;-244.00", "size": "281;21", "children": [{"name": null, "role": "AXStaticText", "description": "ReST", "role_description": "text", "value": 0, "position": "-391.00;-244.00", "size": "281;21", "children": []}]}, {"name": null, "role": "AXCell", "description": null, "role_description": "cell", "value": 0, "position": "-391.00;-244.00", "size": "22;21", "children": [{"name": null, "role": "AXImage", "description": null, "role_description": "image", "value": 0, "position": "-391.00;-244.00", "size": "22;21", "children": []}]}, {"name": null, "role": "AXCell", "description": null, "role_description": "cell", "value": 0, "position": "-391.00;-244.00", "size": "38;21", "children": [{"name": null, "role": "AXCheckBox", "description": null, "role_description": "checkbox", "value": 0, "position": "-391.00;-244.00", "size": "38;21", "children": []}]}]}, {"name": null, "role": "AXRow", "description": "Security, 0, 1", "role_description": "row", "value": 0, "position": "-391.00;-244.00", "size": "341;21", "children": [{"name": null, "role": "AXCell", "description": "Security", "role_description": "cell", "value": 0, "position": "-391.00;-244.00", "size": "281;21", "children": [{"name": null, "role": "AXStaticText", "description": "Security", "role_description": "text", "value": 0, "position": "-391.00;-244.00", "size": "281;21", "children": []}]}, {"name": null, "role": "AXCell", "description": null, "role_description": "cell", "value": 0, "position": "-391.00;-244.00", "size": "22;21", "children": [{"name": null, "role": "AXImage", "description": null, "role_description": "image", "value": 0, "position": "-391.00;-244.00", "size": "22;21", "children": []}]}, {"name": null, "role": "AXCell", "description": null, "role_description": "cell", "value": 1, "position": "-391.00;-244.00", "size": "38;21", "children": [{"name": null, "role": "AXCheckBox", "description": null, "role_description": "checkbox", "value": 1, "position": "-391.00;-244.00", "size": "38;21", "children": []}]}]}, {"name": null, "role": "AXRow", "description": "Shell script, 0, 1", "role_description": "row", "value": 0, "position": "-391.00;-244.00", "size": "341;21", "children": [{"name": null, "role": "AXCell", "description": "Shell script", "role_description": "cell", "value": 0, "position": "-391.00;-244.00", "size": "281;21", "children": [{"name": null, "role": "AXStaticText", "description": "Shell script", "role_description": "text", "value": 0, "position": "-391.00;-244.00", "size": "281;21", "children": []}]}, {"name": null, "role": "AXCell", "description": null, "role_description": "cell", "value": 0, "position": "-391.00;-244.00", "size": "22;21", "children": [{"name": null, "role": "AXImage", "description": null, "role_description": "image", "value": 0, "position": "-391.00;-244.00", "size": "22;21", "children": []}]}, {"name": null, "role": "AXCell", "description": null, "role_description": "cell", "value": 1, "position": "-391.00;-244.00", "size": "38;21", "children": [{"name": null, "role": "AXCheckBox", "description": null, "role_description": "checkbox", "value": 1, "position": "-391.00;-244.00", "size": "38;21", "children": []}]}]}, {"name": null, "role": "AXRow", "description": "TOML, 0, 1", "role_description": "row", "value": 0, "position": "-391.00;-244.00", "size": "341;21", "children": [{"name": null, "role": "AXCell", "description": "TOML", "role_description": "cell", "value": 0, "position": "-391.00;-244.00", "size": "281;21", "children": [{"name": null, "role": "AXStaticText", "description": "TOML", "role_description": "text", "value": 0, "position": "-391.00;-244.00", "size": "281;21", "children": []}]}, {"name": null, "role": "AXCell", "description": null, "role_description": "cell", "value": 0, "position": "-391.00;-244.00", "size": "22;21", "children": [{"name": null, "role": "AXImage", "description": null, "role_description": "image", "value": 0, "position": "-391.00;-244.00", "size": "22;21", "children": []}]}, {"name": null, "role": "AXCell", "description": null, "role_description": "cell", "value": 1, "position": "-391.00;-244.00", "size": "38;21", "children": [{"name": null, "role": "AXCheckBox", "description": null, "role_description": "checkbox", "value": 1, "position": "-391.00;-244.00", "size": "38;21", "children": []}]}]}, {"name": null, "role": "AXRow", "description": "Version control, 0, 1", "role_description": "row", "value": 0, "position": "-391.00;-244.00", "size": "341;21", "children": [{"name": null, "role": "AXCell", "description": "Version control", "role_description": "cell", "value": 0, "position": "-391.00;-244.00", "size": "281;21", "children": [{"name": null, "role": "AXStaticText", "description": "Version control", "role_description": "text", "value": 0, "position": "-391.00;-244.00", "size": "281;21", "children": []}]}, {"name": null, "role": "AXCell", "description": null, "role_description": "cell", "value": 0, "position": "-391.00;-244.00", "size": "22;21", "children": [{"name": null, "role": "AXImage", "description": null, "role_description": "image", "value": 0, "position": "-391.00;-244.00", "size": "22;21", "children": []}]}, {"name": null, "role": "AXCell", "description": null, "role_description": "cell", "value": 1, "position": "-391.00;-244.00", "size": "38;21", "children": [{"name": null, "role": "AXCheckBox", "description": null, "role_description": "checkbox", "value": 1, "position": "-391.00;-244.00", "size": "38;21", "children": []}]}]}, {"name": null, "role": "AXRow", "description": "XML, 0, 1", "role_description": "row", "value": 0, "position": "-391.00;-244.00", "size": "341;21", "children": [{"name": null, "role": "AXCell", "description": "XML", "role_description": "cell", "value": 0, "position": "-391.00;-244.00", "size": "281;21", "children": [{"name": null, "role": "AXStaticText", "description": "XML", "role_description": "text", "value": 0, "position": "-391.00;-244.00", "size": "281;21", "children": []}]}, {"name": null, "role": "AXCell", "description": null, "role_description": "cell", "value": 0, "position": "-391.00;-244.00", "size": "22;21", "children": [{"name": null, "role": "AXImage", "description": null, "role_description": "image", "value": 0, "position": "-391.00;-244.00", "size": "22;21", "children": []}]}, {"name": null, "role": "AXCell", "description": null, "role_description": "cell", "value": 1, "position": "-391.00;-244.00", "size": "38;21", "children": [{"name": null, "role": "AXCheckBox", "description": null, "role_description": "checkbox", "value": 1, "position": "-391.00;-244.00", "size": "38;21", "children": []}]}]}, {"name": null, "role": "AXRow", "description": "YAML, 0, 1", "role_description": "row", "value": 0, "position": "-391.00;-244.00", "size": "341;21", "children": [{"name": null, "role": "AXCell", "description": "YAML", "role_description": "cell", "value": 0, "position": "-391.00;-244.00", "size": "281;21", "children": [{"name": null, "role": "AXStaticText", "description": "YAML", "role_description": "text", "value": 0, "position": "-391.00;-244.00", "size": "281;21", "children": []}]}, {"name": null, "role": "AXCell", "description": null, "role_description": "cell", "value": 0, "position": "-391.00;-244.00", "size": "22;21", "children": [{"name": null, "role": "AXImage", "description": null, "role_description": "image", "value": 0, "position": "-391.00;-244.00", "size": "22;21", "children": []}]}, {"name": null, "role": "AXCell", "description": null, "role_description": "cell", "value": 1, "position": "-391.00;-244.00", "size": "38;21", "children": [{"name": null, "role": "AXCheckBox", "description": null, "role_description": "checkbox", "value": 1, "position": "-391.00;-244.00", "size": "38;21", "children": []}]}]}]}, {"name": null, "role": "AXScrollBar", "description": null, "role_description": "scroll bar", "value": 0, "position": "-391.00;-244.00", "size": "0;0", "children": []}, {"name": null, "role": "AXScrollBar", "description": null, "role_description": "scroll bar", "value": 0, "position": "-391.00;-244.00", "size": "0;0", "children": []}]}, {"name": null, "role": "AXScrollArea", "description": null, "role_description": "scroll area", "value": 0, "position": "-391.00;-244.00", "size": "342;232", "children": [{"name": null, "role": "AXTextField", "description": "text/html", "role_description": "text field", "value": "\nUse the + button in the toolbar to create a new inspection.", "position": "-391.00;-244.00", "size": "342;232", "children": [{"name": null, "role": "AXTextField", "description": "text/html", "role_description": "text field", "value": null, "position": "-391.00;-244.00", "size": "0;0", "children": []}, {"name": null, "role": "AXTextField", "description": "text/html", "role_description": "text field", "value": null, "position": "-391.00;-244.00", "size": "292;34", "children": []}, {"name": null, "role": "AXTextField", "description": "text/html", "role_description": "text field", "value": null, "position": "-391.00;-244.00", "size": "0;17", "children": []}]}, {"name": null, "role": "AXScrollBar", "description": null, "role_description": "scroll bar", "value": 0, "position": "-391.00;-244.00", "size": "0;0", "children": []}, {"name": null, "role": "AXScrollBar", "description": null, "role_description": "scroll bar", "value": 0, "position": "-391.00;-244.00", "size": "0;0", "children": []}]}, {"name": null, "role": "AXCheckBox", "description": "Disable new inspections by default", "role_description": "checkbox", "value": 0, "position": "-391.00;-244.00", "size": "705;25", "children": []}, {"name": null, "role": "AXStaticText", "description": "Profile:", "role_description": "text", "value": "Profile:", "position": "-391.00;-244.00", "size": "43;17", "children": []}, {"name": null, "role": "AXPopUpButton", "description": null, "role_description": "pop up button", "value": "Default", "position": "-391.00;-244.00", "size": "200;34", "children": [{"name": null, "role": "AXPopUpButton", "description": null, "role_description": "pop up button", "value": null, "position": "-391.00;-244.00", "size": "0;0", "children": []}]}, {"name": null, "role": "AXTextField", "description": null, "role_description": "text field", "value": "", "position": "-391.00;-244.00", "size": "200;34", "children": []}, {"name": null, "role": "AXGroup", "description": "Action Toolbar", "role_description": "group", "value": 0, "position": "-391.00;-244.00", "size": "26;34", "children": [{"name": null, "role": "AXButton", "description": "Show Scheme Actions", "role_description": "button", "value": null, "position": "-391.00;-244.00", "size": "26;24", "children": []}]}, {"name": null, "role": "AXTextField", "description": null, "role_description": "text field", "value": "", "position": "-391.00;-244.00", "size": "412;34", "children": []}, {"name": null, "role": "AXStaticText", "description": "", "role_description": "text", "value": "", "position": "-391.00;-244.00", "size": "412;34", "children": []}, {"name": null, "role": "AXStaticText", "description": "", "role_description": "text", "value": "", "position": "-391.00;-244.00", "size": "412;34", "children": []}, {"name": null, "role": "AXStaticText", "description": "Scheme:", "role_description": "text", "value": "Scheme:", "position": "-391.00;-244.00", "size": "53;17", "children": []}, {"name": null, "role": "AXPopUpButton", "description": null, "role_description": "pop up button", "value": "Default", "position": "-391.00;-244.00", "size": "200;34", "children": [{"name": null, "role": "AXPopUpButton", "description": null, "role_description": "pop up button", "value": null, "position": "-391.00;-244.00", "size": "0;0", "children": []}]}, {"name": null, "role": "AXTextField", "description": null, "role_description": "text field", "value": "", "position": "-391.00;-244.00", "size": "200;34", "children": []}, {"name": null, "role": "AXGroup", "description": "", "role_description": "group", "value": 0, "position": "-391.00;-244.00", "size": "0;34", "children": []}, {"name": null, "role": "AXStaticText", "description": "", "role_description": "text", "value": "", "position": "-391.00;-244.00", "size": "0;0", "children": []}, {"name": null, "role": "AXTabGroup", "description": "Files", "role_description": "tab group", "value": "{\n    \"name\": null,\n    \"role\": \"No role\",\n    \"description\": \"\",\n    \"role_description\": \"\",\n    \"value\": null,\n    \"position\": \"\",\n    \"size\": \"\",\n    \"children\": []\n}", "position": "-391.00;-244.00", "size": "737;31", "children": [{"name": null, "role": "No role", "description": "", "role_description": "", "value": null, "position": "", "size": "", "children": []}, {"name": null, "role": "No role", "description": "", "role_description": "", "value": null, "position": "", "size": "", "children": []}, {"name": null, "role": "No role", "description": "", "role_description": "", "value": null, "position": "", "size": "", "children": []}, {"name": null, "role": "No role", "description": "", "role_description": "", "value": null, "position": "", "size": "", "children": []}, {"name": null, "role": "No role", "description": "", "role_description": "", "value": null, "position": "", "size": "", "children": []}, {"name": null, "role": "No role", "description": "", "role_description": "", "value": null, "position": "", "size": "", "children": []}]}, {"name": null, "role": "AXImage", "description": null, "role_description": "image", "value": null, "position": "-391.00;-244.00", "size": "6;17", "children": []}, {"name": null, "role": "AXGroup", "description": "Action Toolbar", "role_description": "group", "value": 0, "position": "-391.00;-244.00", "size": "208;25", "children": [{"name": null, "role": "AXButton", "description": "Create Template", "role_description": "button", "value": null, "position": "-391.00;-244.00", "size": "26;24", "children": []}, {"name": null, "role": "AXButton", "description": "Create Child Template File", "role_description": "button", "value": null, "position": "-391.00;-244.00", "size": "26;24", "children": []}, {"name": null, "role": "AXButton", "description": "Remove Template", "role_description": "button", "value": null, "position": "-391.00;-244.00", "size": "26;24", "children": []}, {"name": null, "role": "AXButton", "description": "Copy Template", "role_description": "button", "value": null, "position": "-391.00;-244.00", "size": "26;24", "children": []}, {"name": null, "role": "AXButton", "description": "Revert to Original Template", "role_description": "button", "value": null, "position": "-391.00;-244.00", "size": "26;24", "children": []}]}, {"name": null, "role": "AXScrollArea", "description": null, "role_description": "scroll area", "value": 0, "position": "-391.00;-244.00", "size": "208;474", "children": [{"name": null, "role": "AXList", "description": "list", "role_description": "list", "value": 0, "position": "-391.00;-244.00", "size": "206;472", "children": [{"name": null, "role": "AXRow", "description": "HTML File", "role_description": "row", "value": 0, "position": "-391.00;-244.00", "size": "206;24", "children": [{"name": null, "role": "AXStaticText", "description": "HTML File", "role_description": "text", "value": 0, "position": "-391.00;-244.00", "size": "206;24", "children": []}]}, {"name": null, "role": "AXRow", "description": "XML Properties File", "role_description": "row", "value": 0, "position": "-391.00;-244.00", "size": "206;24", "children": [{"name": null, "role": "AXStaticText", "description": "XML Properties File", "role_description": "text", "value": 0, "position": "-391.00;-244.00", "size": "206;24", "children": []}]}, {"name": null, "role": "AXRow", "description": "Python Script", "role_description": "row", "value": 0, "position": "-391.00;-244.00", "size": "206;24", "children": [{"name": null, "role": "AXStaticText", "description": "Python Script", "role_description": "text", "value": 0, "position": "-391.00;-244.00", "size": "206;24", "children": []}]}, {"name": null, "role": "AXRow", "description": "Python Stub", "role_description": "row", "value": 0, "position": "-391.00;-244.00", "size": "206;24", "children": [{"name": null, "role": "AXStaticText", "description": "Python Stub", "role_description": "text", "value": 0, "position": "-391.00;-244.00", "size": "206;24", "children": []}]}, {"name": null, "role": "AXRow", "description": "Python Unit Test", "role_description": "row", "value": 0, "position": "-391.00;-244.00", "size": "206;24", "children": [{"name": null, "role": "AXStaticText", "description": "Python Unit Test", "role_description": "text", "value": 0, "position": "-391.00;-244.00", "size": "206;24", "children": []}]}, {"name": null, "role": "AXRow", "description": "Setup Script", "role_description": "row", "value": 0, "position": "-391.00;-244.00", "size": "206;24", "children": [{"name": null, "role": "AXStaticText", "description": "Setup Script", "role_description": "text", "value": 0, "position": "-391.00;-244.00", "size": "206;24", "children": []}]}]}, {"name": null, "role": "AXScrollBar", "description": null, "role_description": "scroll bar", "value": 0, "position": "-391.00;-244.00", "size": "0;0", "children": []}, {"name": null, "role": "AXScrollBar", "description": null, "role_description": "scroll bar", "value": 0, "position": "-391.00;-244.00", "size": "0;0", "children": []}]}, {"name": null, "role": "AXScrollArea", "description": null, "role_description": "scroll area", "value": 0, "position": "-391.00;-244.00", "size": "208;474", "children": [{"name": null, "role": "AXList", "description": "list", "role_description": "list", "value": 0, "position": "-391.00;-244.00", "size": "206;472", "children": []}, {"name": null, "role": "AXScrollBar", "description": null, "role_description": "scroll bar", "value": 0, "position": "-391.00;-244.00", "size": "0;0", "children": []}, {"name": null, "role": "AXScrollBar", "description": null, "role_description": "scroll bar", "value": 0, "position": "-391.00;-244.00", "size": "0;0", "children": []}]}, {"name": null, "role": "AXScrollArea", "description": null, "role_description": "scroll area", "value": 0, "position": "-391.00;-244.00", "size": "208;474", "children": [{"name": null, "role": "AXList", "description": "list", "role_description": "list", "value": 0, "position": "-391.00;-244.00", "size": "206;472", "children": []}, {"name": null, "role": "AXScrollBar", "description": null, "role_description": "scroll bar", "value": 0, "position": "-391.00;-244.00", "size": "0;0", "children": []}, {"name": null, "role": "AXScrollBar", "description": null, "role_description": "scroll bar", "value": 0, "position": "-391.00;-244.00", "size": "0;0", "children": []}]}, {"name": null, "role": "AXImage", "description": null, "role_description": "image", "value": null, "position": "-391.00;-244.00", "size": "17;6", "children": []}, {"name": null, "role": "AXStaticText", "description": "Description:", "role_description": "text", "value": "Description:", "position": "-391.00;-244.00", "size": "74;17", "children": []}, {"name": null, "role": "AXScrollArea", "description": null, "role_description": "scroll area", "value": 0, "position": "-391.00;-244.00", "size": "499;175", "children": [{"name": null, "role": "AXScrollBar", "description": null, "role_description": "scroll bar", "value": 0, "position": "-391.00;-244.00", "size": "14;173", "children": []}, {"name": null, "role": "AXScrollBar", "description": null, "role_description": "scroll bar", "value": 0, "position": "-391.00;-244.00", "size": "0;0", "children": []}, {"name": null, "role": "AXTextField", "description": "text/html", "role_description": "text field", "value": "\nIn file templates, you can use text, code, comments, and predefined variables. A list of predefined variables is available below. When you use these variables in templates, they expand into corresponding values later in the editor.  It is also possible to specify custom variables. Custom variables use the following format: ${VARIABLE_NAME}, where VARIABLE_NAME is a name for your variable (for example, ${MY_CUSTOM_FUNCTION_NAME}). Before the IDE creates a new file with custom variables, you see a dialog where you can define values for custom variables in the template.  By using the #parse directive, you can include templates from the Includes tab. To include a template, specify the full name of the template as a parameter in quotation marks (for example, #parse(\"File Header\"). \nList of predefined variables\n${DATE}\n \nCurrent system date\n${DAY}\n \nCurrent day of the month\n${DAY_NAME_SHORT}\n \nFirst three letters of the current day name (Mon, Tue, and so on)\n${DAY_NAME_FULL}\n \nFull name of the current day (Monday, Tuesday, and so on)\n${DIR_PATH}\n \nPath to the directory of the new file (relative to the project root)\n${DS}\n \nDollar sign ($). This variable is used to escape the dollar character, so that it is not treated as a prefix of a template variable.\n${FILE_NAME}\n \nName of the new file\n${HOUR}\n \nCurrent hour\n${MINUTE}\n \nCurrent minute\n${SECOND}\n \nCurrent second\n${MONTH}\n \nCurrent month\n${MONTH_NAME_SHORT}\n \nThe first 3 letters of the current month name (Jan, Feb, and so on)\n${MONTH_NAME_FULL}\n \nFull name of the current month (January, February, and so on)\n${NAME}\n \nName of the new entity (file, type, interface, and so on)\n${ORGANIZATION_NAME}\n \nName of your organization specified in the project settings\n${PRODUCT_NAME}\n \nName of the IDE\n${PROJECT_NAME}\n \nName of the current project\n${TIME}\n \nCurrent system time\n${USER}\n \nSystem login name of the current user\n${YEAR}\n \nCurrent year\n Apache Velocity template language is used", "position": "-391.00;-244.00", "size": "497;907", "children": [{"name": null, "role": "AXTextField", "description": "text/html", "role_description": "text field", "value": null, "position": "-391.00;-244.00", "size": "0;0", "children": []}, {"name": null, "role": "AXTable", "description": "table", "role_description": "table", "value": 0, "position": "-391.00;-244.00", "size": "496;209", "children": [{"name": null, "role": "AXRow", "description": "text/html", "role_description": "row", "value": 0, "position": "-391.00;-244.00", "size": "0;17", "children": [{"name": null, "role": "AXTextField", "description": "text/html", "role_description": "text field", "value": null, "position": "-391.00;-244.00", "size": "0;17", "children": []}]}]}, {"name": null, "role": "AXTable", "description": "table", "role_description": "table", "value": 0, "position": "-391.00;-244.00", "size": "496;675", "children": [{"name": null, "role": "AXRow", "description": "text/html, text/html, text/html", "role_description": "row", "value": 0, "position": "-391.00;-244.00", "size": "0;17", "children": [{"name": null, "role": "AXTextField", "description": "text/html", "role_description": "text field", "value": null, "position": "-391.00;-244.00", "size": "0;17", "children": []}, {"name": null, "role": "AXTextField", "description": "text/html", "role_description": "text field", "value": null, "position": "-391.00;-244.00", "size": "0;17", "children": []}, {"name": null, "role": "AXTextField", "description": "text/html", "role_description": "text field", "value": null, "position": "-391.00;-244.00", "size": "0;17", "children": []}]}, {"name": null, "role": "AXRow", "description": "text/html, text/html, text/html", "role_description": "row", "value": 0, "position": "-391.00;-244.00", "size": "0;17", "children": [{"name": null, "role": "AXTextField", "description": "text/html", "role_description": "text field", "value": null, "position": "-391.00;-244.00", "size": "0;17", "children": []}, {"name": null, "role": "AXTextField", "description": "text/html", "role_description": "text field", "value": null, "position": "-391.00;-244.00", "size": "0;17", "children": []}, {"name": null, "role": "AXTextField", "description": "text/html", "role_description": "text field", "value": null, "position": "-391.00;-244.00", "size": "0;17", "children": []}]}, {"name": null, "role": "AXRow", "description": "text/html, text/html, text/html", "role_description": "row", "value": 0, "position": "-391.00;-244.00", "size": "0;17", "children": [{"name": null, "role": "AXTextField", "description": "text/html", "role_description": "text field", "value": null, "position": "-391.00;-244.00", "size": "0;17", "children": []}, {"name": null, "role": "AXTextField", "description": "text/html", "role_description": "text field", "value": null, "position": "-391.00;-244.00", "size": "0;17", "children": []}, {"name": null, "role": "AXTextField", "description": "text/html", "role_description": "text field", "value": null, "position": "-391.00;-244.00", "size": "0;17", "children": []}]}, {"name": null, "role": "AXRow", "description": "text/html, text/html, text/html", "role_description": "row", "value": 0, "position": "-391.00;-244.00", "size": "0;17", "children": [{"name": null, "role": "AXCell", "description": "text/html", "role_description": "cell", "value": 0, "position": "-391.00;-244.00", "size": "0;17", "children": [{"name": null, "role": "AXTextField", "description": "text/html", "role_description": "text field", "value": 0, "position": "-391.00;-244.00", "size": "0;17", "children": []}]}, {"name": null, "role": "AXCell", "description": "text/html", "role_description": "cell", "value": 0, "position": "-391.00;-244.00", "size": "0;17", "children": [{"name": null, "role": "AXTextField", "description": "text/html", "role_description": "text field", "value": 0, "position": "-391.00;-244.00", "size": "0;17", "children": []}]}, {"name": null, "role": "AXCell", "description": "text/html", "role_description": "cell", "value": 0, "position": "-391.00;-244.00", "size": "0;17", "children": [{"name": null, "role": "AXTextField", "description": "text/html", "role_description": "text field", "value": 0, "position": "-391.00;-244.00", "size": "0;17", "children": []}]}]}, {"name": null, "role": "AXRow", "description": "text/html, text/html, text/html", "role_description": "row", "value": 0, "position": "-391.00;-244.00", "size": "0;17", "children": [{"name": null, "role": "AXCell", "description": "text/html", "role_description": "cell", "value": 0, "position": "-391.00;-244.00", "size": "0;17", "children": [{"name": null, "role": "AXTextField", "description": "text/html", "role_description": "text field", "value": 0, "position": "-391.00;-244.00", "size": "0;17", "children": []}]}, {"name": null, "role": "AXCell", "description": "text/html", "role_description": "cell", "value": 0, "position": "-391.00;-244.00", "size": "0;17", "children": [{"name": null, "role": "AXTextField", "description": "text/html", "role_description": "text field", "value": 0, "position": "-391.00;-244.00", "size": "0;17", "children": []}]}, {"name": null, "role": "AXCell", "description": "text/html", "role_description": "cell", "value": 0, "position": "-391.00;-244.00", "size": "0;17", "children": [{"name": null, "role": "AXTextField", "description": "text/html", "role_description": "text field", "value": 0, "position": "-391.00;-244.00", "size": "0;17", "children": []}]}]}, {"name": null, "role": "AXRow", "description": "text/html, text/html, text/html", "role_description": "row", "value": 0, "position": "-391.00;-244.00", "size": "0;17", "children": [{"name": null, "role": "AXCell", "description": "text/html", "role_description": "cell", "value": 0, "position": "-391.00;-244.00", "size": "0;17", "children": [{"name": null, "role": "AXTextField", "description": "text/html", "role_description": "text field", "value": 0, "position": "-391.00;-244.00", "size": "0;17", "children": []}]}, {"name": null, "role": "AXCell", "description": "text/html", "role_description": "cell", "value": 0, "position": "-391.00;-244.00", "size": "0;17", "children": [{"name": null, "role": "AXTextField", "description": "text/html", "role_description": "text field", "value": 0, "position": "-391.00;-244.00", "size": "0;17", "children": []}]}, {"name": null, "role": "AXCell", "description": "text/html", "role_description": "cell", "value": 0, "position": "-391.00;-244.00", "size": "0;17", "children": [{"name": null, "role": "AXTextField", "description": "text/html", "role_description": "text field", "value": 0, "position": "-391.00;-244.00", "size": "0;17", "children": []}]}]}, {"name": null, "role": "AXRow", "description": "text/html, text/html, text/html", "role_description": "row", "value": 0, "position": "-391.00;-244.00", "size": "0;17", "children": [{"name": null, "role": "AXCell", "description": "text/html", "role_description": "cell", "value": 0, "position": "-391.00;-244.00", "size": "0;17", "children": [{"name": null, "role": "AXTextField", "description": "text/html", "role_description": "text field", "value": 0, "position": "-391.00;-244.00", "size": "0;17", "children": []}]}, {"name": null, "role": "AXCell", "description": "text/html", "role_description": "cell", "value": 0, "position": "-391.00;-244.00", "size": "0;17", "children": [{"name": null, "role": "AXTextField", "description": "text/html", "role_description": "text field", "value": 0, "position": "-391.00;-244.00", "size": "0;17", "children": []}]}, {"name": null, "role": "AXCell", "description": "text/html", "role_description": "cell", "value": 0, "position": "-391.00;-244.00", "size": "0;17", "children": [{"name": null, "role": "AXTextField", "description": "text/html", "role_description": "text field", "value": 0, "position": "-391.00;-244.00", "size": "0;17", "children": []}]}]}, {"name": null, "role": "AXRow", "description": "text/html, text/html, text/html", "role_description": "row", "value": 0, "position": "-391.00;-244.00", "size": "0;17", "children": [{"name": null, "role": "AXCell", "description": "text/html", "role_description": "cell", "value": 0, "position": "-391.00;-244.00", "size": "0;17", "children": [{"name": null, "role": "AXTextField", "description": "text/html", "role_description": "text field", "value": 0, "position": "-391.00;-244.00", "size": "0;17", "children": []}]}, {"name": null, "role": "AXCell", "description": "text/html", "role_description": "cell", "value": 0, "position": "-391.00;-244.00", "size": "0;17", "children": [{"name": null, "role": "AXTextField", "description": "text/html", "role_description": "text field", "value": 0, "position": "-391.00;-244.00", "size": "0;17", "children": []}]}, {"name": null, "role": "AXCell", "description": "text/html", "role_description": "cell", "value": 0, "position": "-391.00;-244.00", "size": "0;17", "children": [{"name": null, "role": "AXTextField", "description": "text/html", "role_description": "text field", "value": 0, "position": "-391.00;-244.00", "size": "0;17", "children": []}]}]}, {"name": null, "role": "AXRow", "description": "text/html, text/html, text/html", "role_description": "row", "value": 0, "position": "-391.00;-244.00", "size": "0;17", "children": [{"name": null, "role": "AXCell", "description": "text/html", "role_description": "cell", "value": 0, "position": "-391.00;-244.00", "size": "0;17", "children": [{"name": null, "role": "AXTextField", "description": "text/html", "role_description": "text field", "value": 0, "position": "-391.00;-244.00", "size": "0;17", "children": []}]}, {"name": null, "role": "AXCell", "description": "text/html", "role_description": "cell", "value": 0, "position": "-391.00;-244.00", "size": "0;17", "children": [{"name": null, "role": "AXTextField", "description": "text/html", "role_description": "text field", "value": 0, "position": "-391.00;-244.00", "size": "0;17", "children": []}]}, {"name": null, "role": "AXCell", "description": "text/html", "role_description": "cell", "value": 0, "position": "-391.00;-244.00", "size": "0;17", "children": [{"name": null, "role": "AXTextField", "description": "text/html", "role_description": "text field", "value": 0, "position": "-391.00;-244.00", "size": "0;17", "children": []}]}]}, {"name": null, "role": "AXRow", "description": "text/html, text/html, text/html", "role_description": "row", "value": 0, "position": "-391.00;-244.00", "size": "0;17", "children": [{"name": null, "role": "AXCell", "description": "text/html", "role_description": "cell", "value": 0, "position": "-391.00;-244.00", "size": "0;17", "children": [{"name": null, "role": "AXTextField", "description": "text/html", "role_description": "text field", "value": 0, "position": "-391.00;-244.00", "size": "0;17", "children": []}]}, {"name": null, "role": "AXCell", "description": "text/html", "role_description": "cell", "value": 0, "position": "-391.00;-244.00", "size": "0;17", "children": [{"name": null, "role": "AXTextField", "description": "text/html", "role_description": "text field", "value": 0, "position": "-391.00;-244.00", "size": "0;17", "children": []}]}, {"name": null, "role": "AXCell", "description": "text/html", "role_description": "cell", "value": 0, "position": "-391.00;-244.00", "size": "0;17", "children": [{"name": null, "role": "AXTextField", "description": "text/html", "role_description": "text field", "value": 0, "position": "-391.00;-244.00", "size": "0;17", "children": []}]}]}, {"name": null, "role": "AXRow", "description": "text/html, text/html, text/html", "role_description": "row", "value": 0, "position": "-391.00;-244.00", "size": "0;17", "children": [{"name": null, "role": "AXCell", "description": "text/html", "role_description": "cell", "value": 0, "position": "-391.00;-244.00", "size": "0;17", "children": [{"name": null, "role": "AXTextField", "description": "text/html", "role_description": "text field", "value": 0, "position": "-391.00;-244.00", "size": "0;17", "children": []}]}, {"name": null, "role": "AXCell", "description": "text/html", "role_description": "cell", "value": 0, "position": "-391.00;-244.00", "size": "0;17", "children": [{"name": null, "role": "AXTextField", "description": "text/html", "role_description": "text field", "value": 0, "position": "-391.00;-244.00", "size": "0;17", "children": []}]}, {"name": null, "role": "AXCell", "description": "text/html", "role_description": "cell", "value": 0, "position": "-391.00;-244.00", "size": "0;17", "children": [{"name": null, "role": "AXTextField", "description": "text/html", "role_description": "text field", "value": 0, "position": "-391.00;-244.00", "size": "0;17", "children": []}]}]}, {"name": null, "role": "AXRow", "description": "text/html, text/html, text/html", "role_description": "row", "value": 0, "position": "-391.00;-244.00", "size": "0;17", "children": [{"name": null, "role": "AXCell", "description": "text/html", "role_description": "cell", "value": 0, "position": "-391.00;-244.00", "size": "0;17", "children": [{"name": null, "role": "AXTextField", "description": "text/html", "role_description": "text field", "value": 0, "position": "-391.00;-244.00", "size": "0;17", "children": []}]}, {"name": null, "role": "AXCell", "description": "text/html", "role_description": "cell", "value": 0, "position": "-391.00;-244.00", "size": "0;17", "children": [{"name": null, "role": "AXTextField", "description": "text/html", "role_description": "text field", "value": 0, "position": "-391.00;-244.00", "size": "0;17", "children": []}]}, {"name": null, "role": "AXCell", "description": "text/html", "role_description": "cell", "value": 0, "position": "-391.00;-244.00", "size": "0;17", "children": [{"name": null, "role": "AXTextField", "description": "text/html", "role_description": "text field", "value": 0, "position": "-391.00;-244.00", "size": "0;17", "children": []}]}]}, {"name": null, "role": "AXRow", "description": "text/html, text/html, text/html", "role_description": "row", "value": 0, "position": "-391.00;-244.00", "size": "0;17", "children": [{"name": null, "role": "AXCell", "description": "text/html", "role_description": "cell", "value": 0, "position": "-391.00;-244.00", "size": "0;17", "children": [{"name": null, "role": "AXTextField", "description": "text/html", "role_description": "text field", "value": 0, "position": "-391.00;-244.00", "size": "0;17", "children": []}]}, {"name": null, "role": "AXCell", "description": "text/html", "role_description": "cell", "value": 0, "position": "-391.00;-244.00", "size": "0;17", "children": [{"name": null, "role": "AXTextField", "description": "text/html", "role_description": "text field", "value": 0, "position": "-391.00;-244.00", "size": "0;17", "children": []}]}, {"name": null, "role": "AXCell", "description": "text/html", "role_description": "cell", "value": 0, "position": "-391.00;-244.00", "size": "0;17", "children": [{"name": null, "role": "AXTextField", "description": "text/html", "role_description": "text field", "value": 0, "position": "-391.00;-244.00", "size": "0;17", "children": []}]}]}, {"name": null, "role": "AXRow", "description": "text/html, text/html, text/html", "role_description": "row", "value": 0, "position": "-391.00;-244.00", "size": "0;17", "children": [{"name": null, "role": "AXCell", "description": "text/html", "role_description": "cell", "value": 0, "position": "-391.00;-244.00", "size": "0;17", "children": [{"name": null, "role": "AXTextField", "description": "text/html", "role_description": "text field", "value": 0, "position": "-391.00;-244.00", "size": "0;17", "children": []}]}, {"name": null, "role": "AXCell", "description": "text/html", "role_description": "cell", "value": 0, "position": "-391.00;-244.00", "size": "0;17", "children": [{"name": null, "role": "AXTextField", "description": "text/html", "role_description": "text field", "value": 0, "position": "-391.00;-244.00", "size": "0;17", "children": []}]}, {"name": null, "role": "AXCell", "description": "text/html", "role_description": "cell", "value": 0, "position": "-391.00;-244.00", "size": "0;17", "children": [{"name": null, "role": "AXTextField", "description": "text/html", "role_description": "text field", "value": 0, "position": "-391.00;-244.00", "size": "0;17", "children": []}]}]}, {"name": null, "role": "AXRow", "description": "text/html, text/html, text/html", "role_description": "row", "value": 0, "position": "-391.00;-244.00", "size": "0;17", "children": [{"name": null, "role": "AXCell", "description": "text/html", "role_description": "cell", "value": 0, "position": "-391.00;-244.00", "size": "0;17", "children": [{"name": null, "role": "AXTextField", "description": "text/html", "role_description": "text field", "value": 0, "position": "-391.00;-244.00", "size": "0;17", "children": []}]}, {"name": null, "role": "AXCell", "description": "text/html", "role_description": "cell", "value": 0, "position": "-391.00;-244.00", "size": "0;17", "children": [{"name": null, "role": "AXTextField", "description": "text/html", "role_description": "text field", "value": 0, "position": "-391.00;-244.00", "size": "0;17", "children": []}]}, {"name": null, "role": "AXCell", "description": "text/html", "role_description": "cell", "value": 0, "position": "-391.00;-244.00", "size": "0;17", "children": [{"name": null, "role": "AXTextField", "description": "text/html", "role_description": "text field", "value": 0, "position": "-391.00;-244.00", "size": "0;17", "children": []}]}]}, {"name": null, "role": "AXRow", "description": "text/html, text/html, text/html", "role_description": "row", "value": 0, "position": "-391.00;-244.00", "size": "0;17", "children": [{"name": null, "role": "AXCell", "description": "text/html", "role_description": "cell", "value": 0, "position": "-391.00;-244.00", "size": "0;17", "children": [{"name": null, "role": "AXTextField", "description": "text/html", "role_description": "text field", "value": 0, "position": "-391.00;-244.00", "size": "0;17", "children": []}]}, {"name": null, "role": "AXCell", "description": "text/html", "role_description": "cell", "value": 0, "position": "-391.00;-244.00", "size": "0;17", "children": [{"name": null, "role": "AXTextField", "description": "text/html", "role_description": "text field", "value": 0, "position": "-391.00;-244.00", "size": "0;17", "children": []}]}, {"name": null, "role": "AXCell", "description": "text/html", "role_description": "cell", "value": 0, "position": "-391.00;-244.00", "size": "0;17", "children": [{"name": null, "role": "AXTextField", "description": "text/html", "role_description": "text field", "value": 0, "position": "-391.00;-244.00", "size": "0;17", "children": []}]}]}, {"name": null, "role": "AXRow", "description": "text/html, text/html, text/html", "role_description": "row", "value": 0, "position": "-391.00;-244.00", "size": "0;17", "children": [{"name": null, "role": "AXCell", "description": "text/html", "role_description": "cell", "value": 0, "position": "-391.00;-244.00", "size": "0;17", "children": [{"name": null, "role": "AXTextField", "description": "text/html", "role_description": "text field", "value": 0, "position": "-391.00;-244.00", "size": "0;17", "children": []}]}, {"name": null, "role": "AXCell", "description": "text/html", "role_description": "cell", "value": 0, "position": "-391.00;-244.00", "size": "0;17", "children": [{"name": null, "role": "AXTextField", "description": "text/html", "role_description": "text field", "value": 0, "position": "-391.00;-244.00", "size": "0;17", "children": []}]}, {"name": null, "role": "AXCell", "description": "text/html", "role_description": "cell", "value": 0, "position": "-391.00;-244.00", "size": "0;17", "children": [{"name": null, "role": "AXTextField", "description": "text/html", "role_description": "text field", "value": 0, "position": "-391.00;-244.00", "size": "0;17", "children": []}]}]}, {"name": null, "role": "AXRow", "description": "text/html, text/html, text/html", "role_description": "row", "value": 0, "position": "-391.00;-244.00", "size": "0;17", "children": [{"name": null, "role": "AXCell", "description": "text/html", "role_description": "cell", "value": 0, "position": "-391.00;-244.00", "size": "0;17", "children": [{"name": null, "role": "AXTextField", "description": "text/html", "role_description": "text field", "value": 0, "position": "-391.00;-244.00", "size": "0;17", "children": []}]}, {"name": null, "role": "AXCell", "description": "text/html", "role_description": "cell", "value": 0, "position": "-391.00;-244.00", "size": "0;17", "children": [{"name": null, "role": "AXTextField", "description": "text/html", "role_description": "text field", "value": 0, "position": "-391.00;-244.00", "size": "0;17", "children": []}]}, {"name": null, "role": "AXCell", "description": "text/html", "role_description": "cell", "value": 0, "position": "-391.00;-244.00", "size": "0;17", "children": [{"name": null, "role": "AXTextField", "description": "text/html", "role_description": "text field", "value": 0, "position": "-391.00;-244.00", "size": "0;17", "children": []}]}]}, {"name": null, "role": "AXRow", "description": "text/html, text/html, text/html", "role_description": "row", "value": 0, "position": "-391.00;-244.00", "size": "0;17", "children": [{"name": null, "role": "AXCell", "description": "text/html", "role_description": "cell", "value": 0, "position": "-391.00;-244.00", "size": "0;17", "children": [{"name": null, "role": "AXTextField", "description": "text/html", "role_description": "text field", "value": 0, "position": "-391.00;-244.00", "size": "0;17", "children": []}]}, {"name": null, "role": "AXCell", "description": "text/html", "role_description": "cell", "value": 0, "position": "-391.00;-244.00", "size": "0;17", "children": [{"name": null, "role": "AXTextField", "description": "text/html", "role_description": "text field", "value": 0, "position": "-391.00;-244.00", "size": "0;17", "children": []}]}, {"name": null, "role": "AXCell", "description": "text/html", "role_description": "cell", "value": 0, "position": "-391.00;-244.00", "size": "0;17", "children": [{"name": null, "role": "AXTextField", "description": "text/html", "role_description": "text field", "value": 0, "position": "-391.00;-244.00", "size": "0;17", "children": []}]}]}, {"name": null, "role": "AXRow", "description": "text/html, text/html, text/html", "role_description": "row", "value": 0, "position": "-391.00;-244.00", "size": "0;17", "children": [{"name": null, "role": "AXCell", "description": "text/html", "role_description": "cell", "value": 0, "position": "-391.00;-244.00", "size": "0;17", "children": [{"name": null, "role": "AXTextField", "description": "text/html", "role_description": "text field", "value": 0, "position": "-391.00;-244.00", "size": "0;17", "children": []}]}, {"name": null, "role": "AXCell", "description": "text/html", "role_description": "cell", "value": 0, "position": "-391.00;-244.00", "size": "0;17", "children": [{"name": null, "role": "AXTextField", "description": "text/html", "role_description": "text field", "value": 0, "position": "-391.00;-244.00", "size": "0;17", "children": []}]}, {"name": null, "role": "AXCell", "description": "text/html", "role_description": "cell", "value": 0, "position": "-391.00;-244.00", "size": "0;17", "children": [{"name": null, "role": "AXTextField", "description": "text/html", "role_description": "text field", "value": 0, "position": "-391.00;-244.00", "size": "0;17", "children": []}]}]}, {"name": null, "role": "AXRow", "description": "text/html, text/html, text/html", "role_description": "row", "value": 0, "position": "-391.00;-244.00", "size": "0;17", "children": [{"name": null, "role": "AXCell", "description": "text/html", "role_description": "cell", "value": 0, "position": "-391.00;-244.00", "size": "0;17", "children": [{"name": null, "role": "AXTextField", "description": "text/html", "role_description": "text field", "value": 0, "position": "-391.00;-244.00", "size": "0;17", "children": []}]}, {"name": null, "role": "AXCell", "description": "text/html", "role_description": "cell", "value": 0, "position": "-391.00;-244.00", "size": "0;17", "children": [{"name": null, "role": "AXTextField", "description": "text/html", "role_description": "text field", "value": 0, "position": "-391.00;-244.00", "size": "0;17", "children": []}]}, {"name": null, "role": "AXCell", "description": "text/html", "role_description": "cell", "value": 0, "position": "-391.00;-244.00", "size": "0;17", "children": [{"name": null, "role": "AXTextField", "description": "text/html", "role_description": "text field", "value": 0, "position": "-391.00;-244.00", "size": "0;17", "children": []}]}]}]}, {"name": null, "role": "AXTextField", "description": "text/html", "role_description": "text field", "value": null, "position": "-391.00;-244.00", "size": "87;15", "children": []}, {"name": null, "role": "AXTextField", "description": "text/html", "role_description": "text field", "value": null, "position": "-391.00;-244.00", "size": "150;15", "children": []}, {"name": null, "role": "AXTextField", "description": "text/html", "role_description": "text field", "value": null, "position": "-391.00;-244.00", "size": "0;17", "children": []}]}]}, {"name": null, "role": "AXCheckBox", "description": "Reformat according to style", "role_description": "checkbox", "value": 1, "position": "-391.00;-244.00", "size": "199;25", "children": []}, {"name": null, "role": "AXCheckBox", "description": "Enable Live Templates", "role_description": "checkbox", "value": 1, "position": "-391.00;-244.00", "size": "167;25", "children": []}, {"name": null, "role": "AXScrollArea", "description": null, "role_description": "scroll area", "value": 0, "position": "-391.00;-244.00", "size": "499;263", "children": [{"name": null, "role": "AXScrollBar", "description": null, "role_description": "scroll bar", "value": 0, "position": "-391.00;-244.00", "size": "14;261", "children": []}, {"name": null, "role": "AXScrollBar", "description": null, "role_description": "scroll bar", "value": 0, "position": "-391.00;-244.00", "size": "0;0", "children": []}, {"name": null, "role": "AXGroup", "description": "", "role_description": "group", "value": 0, "position": "-391.00;-244.00", "size": "0;0", "children": []}, {"name": null, "role": "AXStaticText", "description": "", "role_description": "text", "value": "", "position": "-391.00;-244.00", "size": "0;0", "children": []}, {"name": null, "role": "AXGroup", "description": null, "role_description": "group", "value": 0, "position": "-391.00;-244.00", "size": "0;286", "children": []}, {"name": null, "role": "AXTextArea", "description": "Editor", "role_description": "text entry area", "value": "<!DOCTYPE html>\n<html lang=\"en\">\n<head>\n  <meta charset=\"UTF-8\">\n  <title>#[[$Title$]]#</title>\n</head>\n<body>\n#[[$END$]]#\n</body>\n</html>", "position": "-391.00;-244.00", "size": "497;286", "children": []}]}, {"name": null, "role": "AXStaticText", "description": "Global Encoding:", "role_description": "text", "value": "Global Encoding:", "position": "-391.00;-244.00", "size": "108;17", "children": []}, {"name": null, "role": "AXButton", "description": "UTF-8", "role_description": "button", "value": null, "position": "-391.00;-244.00", "size": "71;24", "children": []}, {"name": null, "role": "AXStaticText", "description": "Project Encoding:", "role_description": "text", "value": "Project Encoding:", "position": "-391.00;-244.00", "size": "108;17", "children": []}, {"name": null, "role": "AXButton", "description": "<System Default: UTF-8>", "role_description": "button", "value": null, "position": "-391.00;-244.00", "size": "171;24", "children": []}, {"name": null, "role": "AXStaticText", "description": "To change encoding PyCharm uses for a file, a directory, or the entire project, add its path if necessary and then select encoding from the encoding list. Built-in file encoding (e.g. JSP, HTML or XML) overrides encoding you specify here. If not specified, files and directories inherit encoding settings from the parent directory or from the Project Encoding.", "role_description": "text", "value": "To change encoding PyCharm uses for a file, a directory, or the entire project, add its path if necessary and then select encoding from the encoding list. Built-in file encoding (e.g. JSP, HTML or XML) overrides encoding you specify here. If not specified, files and directories inherit encoding settings from the parent directory or from the Project Encoding.", "position": "-391.00;-244.00", "size": "705;59", "children": []}, {"name": null, "role": "AXScrollArea", "description": null, "role_description": "scroll area", "value": 0, "position": "-391.00;-244.00", "size": "703;305", "children": [{"name": null, "role": "AXTable", "description": "table", "role_description": "table", "value": 0, "position": "-391.00;-244.00", "size": "703;280", "children": []}, {"name": null, "role": "AXScrollBar", "description": null, "role_description": "scroll bar", "value": 0, "position": "-391.00;-244.00", "size": "0;0", "children": []}, {"name": null, "role": "AXScrollBar", "description": null, "role_description": "scroll bar", "value": 0, "position": "-391.00;-244.00", "size": "0;0", "children": []}, {"name": null, "role": "AXStaticText", "description": "Path", "role_description": "text", "value": "Path", "position": "-391.00;-244.00", "size": "322;0", "children": []}, {"name": null, "role": "AXStaticText", "description": "Encoding", "role_description": "text", "value": "Encoding", "position": "-391.00;-244.00", "size": "381;0", "children": []}]}, {"name": null, "role": "AXGroup", "description": "Action Toolbar", "role_description": "group", "value": 0, "position": "-391.00;-244.00", "size": "703;24", "children": [{"name": null, "role": "AXButton", "description": "Add", "role_description": "button", "value": null, "position": "-391.00;-244.00", "size": "26;24", "children": []}, {"name": null, "role": "AXButton", "description": "Remove", "role_description": "button", "value": null, "position": "-391.00;-244.00", "size": "26;24", "children": []}, {"name": null, "role": "AXButton", "description": "Edit", "role_description": "button", "value": null, "position": "-391.00;-244.00", "size": "26;24", "children": []}]}, {"name": null, "role": "AXStaticText", "description": "Default encoding for properties files:", "role_description": "text", "value": "Default encoding for properties files:", "position": "-391.00;-244.00", "size": "225;17", "children": []}, {"name": null, "role": "AXButton", "description": "<Properties Default: ISO-8859-1>", "role_description": "button", "value": null, "position": "-391.00;-244.00", "size": "212;24", "children": []}, {"name": null, "role": "AXCheckBox", "description": "Transparent native-to-ascii conversion", "role_description": "checkbox", "value": 0, "position": "-391.00;-244.00", "size": "267;25", "children": []}, {"name": null, "role": "AXStaticText", "description": "Create UTF-8 files:", "role_description": "text", "value": "Create UTF-8 files:", "position": "-391.00;-244.00", "size": "117;17", "children": []}, {"name": null, "role": "AXPopUpButton", "description": "Create UTF-8 files:", "role_description": "pop up button", "value": "with NO BOM", "position": "-391.00;-244.00", "size": "374;34", "children": [{"name": null, "role": "AXPopUpButton", "description": null, "role_description": "pop up button", "value": null, "position": "-391.00;-244.00", "size": "0;0", "children": [{"name": null, "role": "AXMenuItem", "description": null, "role_description": "menu item", "value": null, "position": "-391.00;-244.00", "size": "0;0", "children": [{"name": null, "role": "AXList", "description": "list", "role_description": "list", "value": 0, "position": "-391.00;-244.00", "size": "0;0", "children": [{"name": null, "role": "AXRow", "description": "with BOM", "role_description": "row", "value": 0, "position": "-391.00;-244.00", "size": "0;24", "children": [{"name": null, "role": "AXStaticText", "description": "with BOM", "role_description": "text", "value": 0, "position": "-391.00;-244.00", "size": "0;24", "children": []}]}, {"name": null, "role": "AXRow", "description": "with NO BOM", "role_description": "row", "value": 0, "position": "-391.00;-244.00", "size": "0;24", "children": [{"name": null, "role": "AXStaticText", "description": "with NO BOM", "role_description": "text", "value": 0, "position": "-391.00;-244.00", "size": "0;24", "children": []}]}, {"name": null, "role": "AXRow", "description": "with BOM under Windows, with no BOM otherwise", "role_description": "row", "value": 0, "position": "-391.00;-244.00", "size": "0;24", "children": [{"name": null, "role": "AXStaticText", "description": "with BOM under Windows, with no BOM otherwise", "role_description": "text", "value": 0, "position": "-391.00;-244.00", "size": "0;24", "children": []}]}]}, {"name": null, "role": "AXScrollBar", "description": null, "role_description": "scroll bar", "value": 24, "position": "-391.00;-244.00", "size": "0;0", "children": []}]}]}]}, {"name": null, "role": "AXTextField", "description": "text/html", "role_description": "text field", "value": "\nPyCharm will NOT add UTF-8 BOM  to every created file in UTF-8 encoding", "position": "-391.00;-244.00", "size": "560;16", "children": [{"name": null, "role": "AXTextField", "description": "text/html", "role_description": "text field", "value": null, "position": "-391.00;-244.00", "size": "0;0", "children": []}, {"name": null, "role": "AXTextField", "description": "text/html", "role_description": "text field", "value": null, "position": "-391.00;-244.00", "size": "131;15", "children": []}, {"name": null, "role": "AXTextField", "description": "text/html", "role_description": "text field", "value": null, "position": "-391.00;-244.00", "size": "68;15", "children": []}, {"name": null, "role": "AXTextField", "description": "text/html", "role_description": "text field", "value": null, "position": "-391.00;-244.00", "size": "227;15", "children": []}, {"name": null, "role": "AXTextField", "description": "text/html", "role_description": "text field", "value": null, "position": "-391.00;-244.00", "size": "0;15", "children": []}]}, {"name": null, "role": "AXStaticText", "description": "By default expand with", "role_description": "text", "value": "By default expand with", "position": "-391.00;-244.00", "size": "141;17", "children": []}, {"name": null, "role": "AXPopUpButton", "description": "By default expand with", "role_description": "pop up button", "value": "Tab", "position": "-391.00;-244.00", "size": "123;34", "children": [{"name": null, "role": "AXPopUpButton", "description": null, "role_description": "pop up button", "value": null, "position": "-391.00;-244.00", "size": "0;0", "children": [{"name": null, "role": "AXMenuItem", "description": null, "role_description": "menu item", "value": null, "position": "-391.00;-244.00", "size": "0;0", "children": [{"name": null, "role": "AXList", "description": "list", "role_description": "list", "value": 0, "position": "-391.00;-244.00", "size": "0;0", "children": [{"name": null, "role": "AXRow", "description": "Space", "role_description": "row", "value": 0, "position": "-391.00;-244.00", "size": "0;24", "children": [{"name": null, "role": "AXStaticText", "description": "Space", "role_description": "text", "value": 0, "position": "-391.00;-244.00", "size": "0;24", "children": []}]}, {"name": null, "role": "AXRow", "description": "Tab", "role_description": "row", "value": 0, "position": "-391.00;-244.00", "size": "0;24", "children": [{"name": null, "role": "AXStaticText", "description": "Tab", "role_description": "text", "value": 0, "position": "-391.00;-244.00", "size": "0;24", "children": []}]}, {"name": null, "role": "AXRow", "description": "Enter", "role_description": "row", "value": 0, "position": "-391.00;-244.00", "size": "0;24", "children": [{"name": null, "role": "AXStaticText", "description": "Enter", "role_description": "text", "value": 0, "position": "-391.00;-244.00", "size": "0;24", "children": []}]}, {"name": null, "role": "AXRow", "description": "Custom...", "role_description": "row", "value": 0, "position": "-391.00;-244.00", "size": "0;24", "children": [{"name": null, "role": "AXStaticText", "description": "Custom...", "role_description": "text", "value": 0, "position": "-391.00;-244.00", "size": "0;24", "children": []}]}]}, {"name": null, "role": "AXScrollBar", "description": null, "role_description": "scroll bar", "value": 24, "position": "-391.00;-244.00", "size": "0;0", "children": []}]}]}]}, {"name": null, "role": "AXLink", "description": "Change", "role_description": "link", "value": null, "position": "-391.00;-244.00", "size": "0;0", "children": []}, {"name": null, "role": "AXImage", "description": null, "role_description": "image", "value": null, "position": "-391.00;-244.00", "size": "17;6", "children": []}, {"name": null, "role": "AXScrollArea", "description": null, "role_description": "scroll area", "value": 0, "position": "-391.00;-244.00", "size": "703;281", "children": [{"name": null, "role": "AXOutline", "description": "tree", "role_description": "outline", "value": 0, "position": "-391.00;-244.00", "size": "703;281", "children": [{"name": null, "role": "AXRow", "description": "HTML/XML checked", "role_description": "row", "value": 0, "position": "-391.00;-244.00", "size": "101;24", "children": [{"name": null, "role": "AXCheckBox", "description": "", "role_description": "checkbox", "value": 1, "position": "-391.00;-244.00", "size": "24;24", "children": []}, {"name": null, "role": "AXStaticText", "description": "HTML/XML", "role_description": "text", "value": "HTML/XML", "position": "-391.00;-244.00", "size": "648;24", "children": []}]}, {"name": null, "role": "AXRow", "description": "Python checked", "role_description": "row", "value": 0, "position": "-391.00;-244.00", "size": "75;24", "children": [{"name": null, "role": "AXCheckBox", "description": "", "role_description": "checkbox", "value": 1, "position": "-391.00;-244.00", "size": "24;24", "children": []}, {"name": null, "role": "AXStaticText", "description": "Python", "role_description": "text", "value": "Python", "position": "-391.00;-244.00", "size": "648;24", "children": []}]}, {"name": null, "role": "AXRow", "description": "Shell Script checked", "role_description": "row", "value": 0, "position": "-391.00;-244.00", "size": "102;24", "children": [{"name": null, "role": "AXCheckBox", "description": "", "role_description": "checkbox", "value": 1, "position": "-391.00;-244.00", "size": "24;24", "children": []}, {"name": null, "role": "AXStaticText", "description": "Shell Script", "role_description": "text", "value": "Shell Script", "position": "-391.00;-244.00", "size": "648;24", "children": []}]}, {"name": null, "role": "AXRow", "description": "Zen HTML checked", "role_description": "row", "value": 0, "position": "-391.00;-244.00", "size": "95;24", "children": [{"name": null, "role": "AXCheckBox", "description": "", "role_description": "checkbox", "value": 1, "position": "-391.00;-244.00", "size": "24;24", "children": []}, {"name": null, "role": "AXStaticText", "description": "Zen HTML", "role_description": "text", "value": "Zen HTML", "position": "-391.00;-244.00", "size": "648;24", "children": []}]}, {"name": null, "role": "AXRow", "description": "Zen XSL checked", "role_description": "row", "value": 0, "position": "-391.00;-244.00", "size": "83;24", "children": [{"name": null, "role": "AXCheckBox", "description": "", "role_description": "checkbox", "value": 1, "position": "-391.00;-244.00", "size": "24;24", "children": []}, {"name": null, "role": "AXStaticText", "description": "Zen XSL", "role_description": "text", "value": "Zen XSL", "position": "-391.00;-244.00", "size": "648;24", "children": []}]}]}, {"name": null, "role": "AXScrollBar", "description": null, "role_description": "scroll bar", "value": 0, "position": "-391.00;-244.00", "size": "0;0", "children": []}, {"name": null, "role": "AXScrollBar", "description": null, "role_description": "scroll bar", "value": 0, "position": "-391.00;-244.00", "size": "0;0", "children": []}]}, {"name": null, "role": "AXGroup", "description": "Action Toolbar", "role_description": "group", "value": 0, "position": "-391.00;-244.00", "size": "703;24", "children": [{"name": null, "role": "AXButton", "description": "Add", "role_description": "button", "value": null, "position": "-391.00;-244.00", "size": "26;24", "children": []}, {"name": null, "role": "AXButton", "description": "Remove", "role_description": "button", "value": null, "position": "-391.00;-244.00", "size": "26;24", "children": []}, {"name": null, "role": "AXButton", "description": "Duplicate", "role_description": "button", "value": null, "position": "-391.00;-244.00", "size": "26;24", "children": []}, {"name": null, "role": "AXButton", "description": "Restore deleted default templates", "role_description": "button", "value": null, "position": "-391.00;-244.00", "size": "26;24", "children": []}]}, {"name": null, "role": "AXStaticText", "description": "No live templates are selected", "role_description": "text", "value": "No live templates are selected", "position": "-391.00;-244.00", "size": "705;204", "children": []}, {"name": null, "role": "AXStaticText", "description": "Abbreviation:", "role_description": "text", "value": "Abbreviation:", "position": "-391.00;-244.00", "size": "82;34", "children": []}, {"name": null, "role": "AXTextField", "description": "Abbreviation:", "role_description": "text field", "value": "", "position": "-391.00;-244.00", "size": "153;34", "children": []}, {"name": null, "role": "AXStaticText", "description": "Description:", "role_description": "text", "value": "Description:", "position": "-391.00;-244.00", "size": "74;34", "children": []}, {"name": null, "role": "AXTextField", "description": "Description:", "role_description": "text field", "value": "", "position": "-391.00;-244.00", "size": "363;34", "children": []}, {"name": null, "role": "AXScrollArea", "description": null, "role_description": "scroll area", "value": 0, "position": "-391.00;-244.00", "size": "442;87", "children": [{"name": null, "role": "AXScrollBar", "description": null, "role_description": "scroll bar", "value": 0, "position": "-391.00;-244.00", "size": "14;85", "children": []}, {"name": null, "role": "AXScrollBar", "description": null, "role_description": "scroll bar", "value": 0, "position": "-391.00;-244.00", "size": "0;0", "children": []}, {"name": null, "role": "AXGroup", "description": "", "role_description": "group", "value": 0, "position": "-391.00;-244.00", "size": "0;0", "children": [{"name": null, "role": "AXImage", "description": "", "role_description": "image", "value": null, "position": "-391.00;-244.00", "size": "0;0", "children": []}]}, {"name": null, "role": "AXStaticText", "description": "", "role_description": "text", "value": "", "position": "-391.00;-244.00", "size": "0;0", "children": []}, {"name": null, "role": "AXGroup", "description": null, "role_description": "group", "value": 0, "position": "-391.00;-244.00", "size": "0;132", "children": []}, {"name": null, "role": "AXTextArea", "description": "Editor", "role_description": "text entry area", "value": "", "position": "-391.00;-244.00", "size": "440;132", "children": []}]}, {"name": null, "role": "AXStaticText", "description": "Template text:", "role_description": "text", "value": "Template text:", "position": "-391.00;-244.00", "size": "442;17", "children": []}, {"name": null, "role": "AXButton", "description": "Edit Variables…", "role_description": "button", "value": null, "position": "-391.00;-244.00", "size": "247;34", "children": []}, {"name": null, "role": "AXStaticText", "description": "Expand with", "role_description": "text", "value": "Expand with", "position": "-391.00;-244.00", "size": "75;34", "children": []}, {"name": null, "role": "AXPopUpButton", "description": "Expand with", "role_description": "pop up button", "value": "Default (Tab)", "position": "-391.00;-244.00", "size": "134;34", "children": [{"name": null, "role": "AXPopUpButton", "description": null, "role_description": "pop up button", "value": null, "position": "-391.00;-244.00", "size": "0;0", "children": [{"name": null, "role": "AXMenuItem", "description": null, "role_description": "menu item", "value": null, "position": "-391.00;-244.00", "size": "0;0", "children": [{"name": null, "role": "AXList", "description": "list", "role_description": "list", "value": 0, "position": "-391.00;-244.00", "size": "0;0", "children": [{"name": null, "role": "AXRow", "description": "Default (Tab)", "role_description": "row", "value": 0, "position": "-391.00;-244.00", "size": "0;24", "children": [{"name": null, "role": "AXStaticText", "description": "Default (Tab)", "role_description": "text", "value": 0, "position": "-391.00;-244.00", "size": "0;24", "children": []}]}, {"name": null, "role": "AXRow", "description": "Space", "role_description": "row", "value": 0, "position": "-391.00;-244.00", "size": "0;24", "children": [{"name": null, "role": "AXStaticText", "description": "Space", "role_description": "text", "value": 0, "position": "-391.00;-244.00", "size": "0;24", "children": []}]}, {"name": null, "role": "AXRow", "description": "Tab", "role_description": "row", "value": 0, "position": "-391.00;-244.00", "size": "0;24", "children": [{"name": null, "role": "AXStaticText", "description": "Tab", "role_description": "text", "value": 0, "position": "-391.00;-244.00", "size": "0;24", "children": []}]}, {"name": null, "role": "AXRow", "description": "Enter", "role_description": "row", "value": 0, "position": "-391.00;-244.00", "size": "0;24", "children": [{"name": null, "role": "AXStaticText", "description": "Enter", "role_description": "text", "value": 0, "position": "-391.00;-244.00", "size": "0;24", "children": []}]}, {"name": null, "role": "AXRow", "description": "None", "role_description": "row", "value": 0, "position": "-391.00;-244.00", "size": "0;24", "children": [{"name": null, "role": "AXStaticText", "description": "None", "role_description": "text", "value": 0, "position": "-391.00;-244.00", "size": "0;24", "children": []}]}]}, {"name": null, "role": "AXScrollBar", "description": null, "role_description": "scroll bar", "value": 0, "position": "-391.00;-244.00", "size": "0;0", "children": []}]}]}]}, {"name": null, "role": "AXCheckBox", "description": "Reformat according to style", "role_description": "checkbox", "value": 0, "position": "-391.00;-244.00", "size": "223;25", "children": []}, {"name": null, "role": "AXStaticText", "description": "No applicable contexts. ", "role_description": "text", "value": "No applicable contexts. ", "position": "-391.00;-244.00", "size": "168;17", "children": []}, {"name": null, "role": "AXLink", "description": "Define", "role_description": "link", "value": null, "position": "-391.00;-244.00", "size": "59;17", "children": []}, {"name": null, "role": "AXTabGroup", "description": "Recognized File Types", "role_description": "tab group", "value": "{\n    \"name\": null,\n    \"role\": \"No role\",\n    \"description\": \"\",\n    \"role_description\": \"\",\n    \"value\": null,\n    \"position\": \"\",\n    \"size\": \"\",\n    \"children\": []\n}", "position": "-391.00;-244.00", "size": "705;573", "children": [{"name": null, "role": "No role", "description": "", "role_description": "", "value": null, "position": "", "size": "", "children": []}, {"name": null, "role": "No role", "description": "", "role_description": "", "value": null, "position": "", "size": "", "children": []}, {"name": null, "role": "AXButton", "description": "Associate File Types with PyCharm...", "role_description": "button", "value": null, "position": "-391.00;-244.00", "size": "261;34", "children": []}, {"name": null, "role": "AXStaticText", "description": "", "role_description": "text", "value": "", "position": "-391.00;-244.00", "size": "0;0", "children": []}, {"name": null, "role": "AXImage", "description": null, "role_description": "image", "value": null, "position": "-391.00;-244.00", "size": "16;16", "children": []}, {"name": null, "role": "AXImage", "description": null, "role_description": "image", "value": null, "position": "-391.00;-244.00", "size": "6;17", "children": []}, {"name": null, "role": "AXScrollArea", "description": null, "role_description": "scroll area", "value": 0, "position": "-391.00;-244.00", "size": "203;0", "children": [{"name": null, "role": "AXScrollBar", "description": null, "role_description": "scroll bar", "value": 0, "position": "-391.00;-244.00", "size": "0;0", "children": []}, {"name": null, "role": "AXScrollBar", "description": null, "role_description": "scroll bar", "value": 0, "position": "-391.00;-244.00", "size": "0;0", "children": []}]}, {"name": null, "role": "AXGroup", "description": "Action Toolbar", "role_description": "group", "value": 0, "position": "-391.00;-244.00", "size": "203;24", "children": [{"name": null, "role": "AXButton", "description": "Add", "role_description": "button", "value": null, "position": "-391.00;-244.00", "size": "26;24", "children": []}, {"name": null, "role": "AXButton", "description": "Remove", "role_description": "button", "value": null, "position": "-391.00;-244.00", "size": "26;24", "children": []}, {"name": null, "role": "AXButton", "description": "Edit", "role_description": "button", "value": null, "position": "-391.00;-244.00", "size": "26;24", "children": []}]}, {"name": null, "role": "AXScrollArea", "description": null, "role_description": "scroll area", "value": 0, "position": "-391.00;-244.00", "size": "205;442", "children": [{"name": null, "role": "AXScrollBar", "description": null, "role_description": "scroll bar", "value": 4, "position": "-391.00;-244.00", "size": "14;441", "children": []}, {"name": null, "role": "AXScrollBar", "description": null, "role_description": "scroll bar", "value": 0, "position": "-391.00;-244.00", "size": "189;14", "children": []}, {"name": null, "role": "AXList", "description": "list", "role_description": "list", "value": 0, "position": "-391.00;-244.00", "size": "291;1150", "children": [{"name": null, "role": "AXRow", "description": ".gitignore (GitIgnore)", "role_description": "row", "value": 0, "position": "-391.00;-244.00", "size": "291;24", "children": [{"name": null, "role": "AXStaticText", "description": ".gitignore (GitIgnore)", "role_description": "text", "value": 0, "position": "-391.00;-244.00", "size": "291;24", "children": []}]}, {"name": null, "role": "AXRow", "description": ".hgignore (HgIgnore)", "role_description": "row", "value": 0, "position": "-391.00;-244.00", "size": "291;24", "children": [{"name": null, "role": "AXStaticText", "description": ".hgignore (HgIgnore)", "role_description": "text", "value": 0, "position": "-391.00;-244.00", "size": "291;24", "children": []}]}, {"name": null, "role": "AXRow", "description": ".ignore (IgnoreLang)", "role_description": "row", "value": 0, "position": "-391.00;-244.00", "size": "291;24", "children": [{"name": null, "role": "AXStaticText", "description": ".ignore (IgnoreLang)", "role_description": "text", "value": 0, "position": "-391.00;-244.00", "size": "291;24", "children": []}]}, {"name": null, "role": "AXRow", "description": "Archive", "role_description": "row", "value": 0, "position": "-391.00;-244.00", "size": "291;24", "children": [{"name": null, "role": "AXStaticText", "description": "Archive", "role_description": "text", "value": 0, "position": "-391.00;-244.00", "size": "291;24", "children": []}]}, {"name": null, "role": "AXRow", "description": "AspectJ (syntax highlighting only)", "role_description": "row", "value": 0, "position": "-391.00;-244.00", "size": "291;24", "children": [{"name": null, "role": "AXStaticText", "description": "AspectJ (syntax highlighting only)", "role_description": "text", "value": 0, "position": "-391.00;-244.00", "size": "291;24", "children": []}]}, {"name": null, "role": "AXRow", "description": "C#", "role_description": "row", "value": 0, "position": "-391.00;-244.00", "size": "291;24", "children": [{"name": null, "role": "AXStaticText", "description": "C#", "role_description": "text", "value": 0, "position": "-391.00;-244.00", "size": "291;24", "children": []}]}, {"name": null, "role": "AXRow", "description": "C/C++", "role_description": "row", "value": 0, "position": "-391.00;-244.00", "size": "291;24", "children": [{"name": null, "role": "AXStaticText", "description": "C/C++", "role_description": "text", "value": 0, "position": "-391.00;-244.00", "size": "291;24", "children": []}]}, {"name": null, "role": "AXRow", "description": "CSS (syntax highlighting only)", "role_description": "row", "value": 0, "position": "-391.00;-244.00", "size": "291;24", "children": [{"name": null, "role": "AXStaticText", "description": "CSS (syntax highlighting only)", "role_description": "text", "value": 0, "position": "-391.00;-244.00", "size": "291;24", "children": []}]}, {"name": null, "role": "AXRow", "description": "exclude (GitExclude)", "role_description": "row", "value": 0, "position": "-391.00;-244.00", "size": "291;24", "children": [{"name": null, "role": "AXStaticText", "description": "exclude (GitExclude)", "role_description": "text", "value": 0, "position": "-391.00;-244.00", "size": "291;24", "children": []}]}, {"name": null, "role": "AXRow", "description": "File containing settings for editor", "role_description": "row", "value": 0, "position": "-391.00;-244.00", "size": "291;24", "children": [{"name": null, "role": "AXStaticText", "description": "File containing settings for editor", "role_description": "text", "value": 0, "position": "-391.00;-244.00", "size": "291;24", "children": []}]}, {"name": null, "role": "AXRow", "description": "File type auto-detected by file content", "role_description": "row", "value": 0, "position": "-391.00;-244.00", "size": "291;24", "children": [{"name": null, "role": "AXStaticText", "description": "File type auto-detected by file content", "role_description": "text", "value": 0, "position": "-391.00;-244.00", "size": "291;24", "children": []}]}, {"name": null, "role": "AXRow", "description": "Files opened in associated applications", "role_description": "row", "value": 0, "position": "-391.00;-244.00", "size": "291;24", "children": [{"name": null, "role": "AXStaticText", "description": "Files opened in associated applications", "role_description": "text", "value": 0, "position": "-391.00;-244.00", "size": "291;24", "children": []}]}, {"name": null, "role": "AXRow", "description": "Haskell", "role_description": "row", "value": 0, "position": "-391.00;-244.00", "size": "291;24", "children": [{"name": null, "role": "AXStaticText", "description": "Haskell", "role_description": "text", "value": 0, "position": "-391.00;-244.00", "size": "291;24", "children": []}]}, {"name": null, "role": "AXRow", "description": "HTML", "role_description": "row", "value": 0, "position": "-391.00;-244.00", "size": "291;24", "children": [{"name": null, "role": "AXStaticText", "description": "HTML", "role_description": "text", "value": 0, "position": "-391.00;-244.00", "size": "291;24", "children": []}]}, {"name": null, "role": "AXRow", "description": "IDL", "role_description": "row", "value": 0, "position": "-391.00;-244.00", "size": "291;24", "children": [{"name": null, "role": "AXStaticText", "description": "IDL", "role_description": "text", "value": 0, "position": "-391.00;-244.00", "size": "291;24", "children": []}]}, {"name": null, "role": "AXRow", "description": "Image", "role_description": "row", "value": 0, "position": "-391.00;-244.00", "size": "291;24", "children": [{"name": null, "role": "AXStaticText", "description": "Image", "role_description": "text", "value": 0, "position": "-391.00;-244.00", "size": "291;24", "children": []}]}, {"name": null, "role": "AXRow", "description": "JavaFX", "role_description": "row", "value": 0, "position": "-391.00;-244.00", "size": "291;24", "children": [{"name": null, "role": "AXStaticText", "description": "JavaFX", "role_description": "text", "value": 0, "position": "-391.00;-244.00", "size": "291;24", "children": []}]}, {"name": null, "role": "AXRow", "description": "JavaScript (syntax highlighting only)", "role_description": "row", "value": 0, "position": "-391.00;-244.00", "size": "291;24", "children": [{"name": null, "role": "AXStaticText", "description": "JavaScript (syntax highlighting only)", "role_description": "text", "value": 0, "position": "-391.00;-244.00", "size": "291;24", "children": []}]}, {"name": null, "role": "AXRow", "description": "JIRA query", "role_description": "row", "value": 0, "position": "-391.00;-244.00", "size": "291;24", "children": [{"name": null, "role": "AXStaticText", "description": "JIRA query", "role_description": "text", "value": 0, "position": "-391.00;-244.00", "size": "291;24", "children": []}]}, {"name": null, "role": "AXRow", "description": "JSON", "role_description": "row", "value": 0, "position": "-391.00;-244.00", "size": "291;24", "children": [{"name": null, "role": "AXStaticText", "description": "JSON", "role_description": "text", "value": 0, "position": "-391.00;-244.00", "size": "291;24", "children": []}]}, {"name": null, "role": "AXRow", "description": "JSON lines", "role_description": "row", "value": 0, "position": "-391.00;-244.00", "size": "291;24", "children": [{"name": null, "role": "AXStaticText", "description": "JSON lines", "role_description": "text", "value": 0, "position": "-391.00;-244.00", "size": "291;24", "children": []}]}, {"name": null, "role": "AXRow", "description": "JSON5", "role_description": "row", "value": 0, "position": "-391.00;-244.00", "size": "291;24", "children": [{"name": null, "role": "AXStaticText", "description": "JSON5", "role_description": "text", "value": 0, "position": "-391.00;-244.00", "size": "291;24", "children": []}]}, {"name": null, "role": "AXRow", "description": "JSP (syntax highlighting only)", "role_description": "row", "value": 0, "position": "-391.00;-244.00", "size": "291;24", "children": [{"name": null, "role": "AXStaticText", "description": "JSP (syntax highlighting only)", "role_description": "text", "value": 0, "position": "-391.00;-244.00", "size": "291;24", "children": []}]}, {"name": null, "role": "AXRow", "description": "Markdown", "role_description": "row", "value": 0, "position": "-391.00;-244.00", "size": "291;24", "children": [{"name": null, "role": "AXStaticText", "description": "Markdown", "role_description": "text", "value": 0, "position": "-391.00;-244.00", "size": "291;24", "children": []}]}, {"name": null, "role": "AXRow", "description": "Patch", "role_description": "row", "value": 0, "position": "-391.00;-244.00", "size": "291;24", "children": [{"name": null, "role": "AXStaticText", "description": "Patch", "role_description": "text", "value": 0, "position": "-391.00;-244.00", "size": "291;24", "children": []}]}, {"name": null, "role": "AXRow", "description": "Perl", "role_description": "row", "value": 0, "position": "-391.00;-244.00", "size": "291;24", "children": [{"name": null, "role": "AXStaticText", "description": "Perl", "role_description": "text", "value": 0, "position": "-391.00;-244.00", "size": "291;24", "children": []}]}, {"name": null, "role": "AXRow", "description": "PHP (syntax highlighting only)", "role_description": "row", "value": 0, "position": "-391.00;-244.00", "size": "291;24", "children": [{"name": null, "role": "AXStaticText", "description": "PHP (syntax highlighting only)", "role_description": "text", "value": 0, "position": "-391.00;-244.00", "size": "291;24", "children": []}]}, {"name": null, "role": "AXRow", "description": "Properties", "role_description": "row", "value": 0, "position": "-391.00;-244.00", "size": "291;24", "children": [{"name": null, "role": "AXStaticText", "description": "Properties", "role_description": "text", "value": 0, "position": "-391.00;-244.00", "size": "291;24", "children": []}]}, {"name": null, "role": "AXRow", "description": "Python", "role_description": "row", "value": 0, "position": "-391.00;-244.00", "size": "291;24", "children": [{"name": null, "role": "AXStaticText", "description": "Python", "role_description": "text", "value": 0, "position": "-391.00;-244.00", "size": "291;24", "children": []}]}, {"name": null, "role": "AXRow", "description": "Python stub", "role_description": "row", "value": 0, "position": "-391.00;-244.00", "size": "291;24", "children": [{"name": null, "role": "AXStaticText", "description": "Python stub", "role_description": "text", "value": 0, "position": "-391.00;-244.00", "size": "291;24", "children": []}]}, {"name": null, "role": "AXRow", "description": "Qt resource file", "role_description": "row", "value": 0, "position": "-391.00;-244.00", "size": "291;24", "children": [{"name": null, "role": "AXStaticText", "description": "Qt resource file", "role_description": "text", "value": 0, "position": "-391.00;-244.00", "size": "291;24", "children": []}]}, {"name": null, "role": "AXRow", "description": "Qt UI Designer form", "role_description": "row", "value": 0, "position": "-391.00;-244.00", "size": "291;24", "children": [{"name": null, "role": "AXStaticText", "description": "Qt UI Designer form", "role_description": "text", "value": 0, "position": "-391.00;-244.00", "size": "291;24", "children": []}]}, {"name": null, "role": "AXRow", "description": "Regular expression", "role_description": "row", "value": 0, "position": "-391.00;-244.00", "size": "291;24", "children": [{"name": null, "role": "AXStaticText", "description": "Regular expression", "role_description": "text", "value": 0, "position": "-391.00;-244.00", "size": "291;24", "children": []}]}, {"name": null, "role": "AXRow", "description": "RELAX NG compact syntax", "role_description": "row", "value": 0, "position": "-391.00;-244.00", "size": "291;24", "children": [{"name": null, "role": "AXStaticText", "description": "RELAX NG compact syntax", "role_description": "text", "value": 0, "position": "-391.00;-244.00", "size": "291;24", "children": []}]}, {"name": null, "role": "AXRow", "description": "Requirements.txt", "role_description": "row", "value": 0, "position": "-391.00;-244.00", "size": "291;24", "children": [{"name": null, "role": "AXStaticText", "description": "Requirements.txt", "role_description": "text", "value": 0, "position": "-391.00;-244.00", "size": "291;24", "children": []}]}, {"name": null, "role": "AXRow", "description": "reStructuredText", "role_description": "row", "value": 0, "position": "-391.00;-244.00", "size": "291;24", "children": [{"name": null, "role": "AXStaticText", "description": "reStructuredText", "role_description": "text", "value": 0, "position": "-391.00;-244.00", "size": "291;24", "children": []}]}, {"name": null, "role": "AXRow", "description": "Scalable Vector Graphics", "role_description": "row", "value": 0, "position": "-391.00;-244.00", "size": "291;24", "children": [{"name": null, "role": "AXStaticText", "description": "Scalable Vector Graphics", "role_description": "text", "value": 0, "position": "-391.00;-244.00", "size": "291;24", "children": []}]}, {"name": null, "role": "AXRow", "description": "Shell script", "role_description": "row", "value": 0, "position": "-391.00;-244.00", "size": "291;24", "children": [{"name": null, "role": "AXStaticText", "description": "Shell script", "role_description": "text", "value": 0, "position": "-391.00;-244.00", "size": "291;24", "children": []}]}, {"name": null, "role": "AXRow", "description": "Spell checker dictionary", "role_description": "row", "value": 0, "position": "-391.00;-244.00", "size": "291;24", "children": [{"name": null, "role": "AXStaticText", "description": "Spell checker dictionary", "role_description": "text", "value": 0, "position": "-391.00;-244.00", "size": "291;24", "children": []}]}, {"name": null, "role": "AXRow", "description": "SQL (syntax highlighting only)", "role_description": "row", "value": 0, "position": "-391.00;-244.00", "size": "291;24", "children": [{"name": null, "role": "AXStaticText", "description": "SQL (syntax highlighting only)", "role_description": "text", "value": 0, "position": "-391.00;-244.00", "size": "291;24", "children": []}]}, {"name": null, "role": "AXRow", "description": "Static analysis results interchange format", "role_description": "row", "value": 0, "position": "-391.00;-244.00", "size": "291;24", "children": [{"name": null, "role": "AXStaticText", "description": "Static analysis results interchange format", "role_description": "text", "value": 0, "position": "-391.00;-244.00", "size": "291;24", "children": []}]}, {"name": null, "role": "AXRow", "description": "Text", "role_description": "row", "value": 0, "position": "-391.00;-244.00", "size": "291;24", "children": [{"name": null, "role": "AXStaticText", "description": "Text", "role_description": "text", "value": 0, "position": "-391.00;-244.00", "size": "291;24", "children": []}]}, {"name": null, "role": "AXRow", "description": "TOML", "role_description": "row", "value": 0, "position": "-391.00;-244.00", "size": "291;24", "children": [{"name": null, "role": "AXStaticText", "description": "TOML", "role_description": "text", "value": 0, "position": "-391.00;-244.00", "size": "291;24", "children": []}]}, {"name": null, "role": "AXRow", "description": "XHTML", "role_description": "row", "value": 0, "position": "-391.00;-244.00", "size": "291;24", "children": [{"name": null, "role": "AXStaticText", "description": "XHTML", "role_description": "text", "value": 0, "position": "-391.00;-244.00", "size": "291;24", "children": []}]}, {"name": null, "role": "AXRow", "description": "XML", "role_description": "row", "value": 0, "position": "-391.00;-244.00", "size": "291;24", "children": [{"name": null, "role": "AXStaticText", "description": "XML", "role_description": "text", "value": 0, "position": "-391.00;-244.00", "size": "291;24", "children": []}]}, {"name": null, "role": "AXRow", "description": "XML Document Type Definition", "role_description": "row", "value": 0, "position": "-391.00;-244.00", "size": "291;24", "children": [{"name": null, "role": "AXStaticText", "description": "XML Document Type Definition", "role_description": "text", "value": 0, "position": "-391.00;-244.00", "size": "291;24", "children": []}]}, {"name": null, "role": "AXRow", "description": "YAML", "role_description": "row", "value": 0, "position": "-391.00;-244.00", "size": "291;24", "children": [{"name": null, "role": "AXStaticText", "description": "YAML", "role_description": "text", "value": 0, "position": "-391.00;-244.00", "size": "291;24", "children": []}]}]}]}, {"name": null, "role": "AXScrollArea", "description": null, "role_description": "scroll area", "value": 0, "position": "-391.00;-244.00", "size": "475;0", "children": [{"name": null, "role": "AXScrollBar", "description": null, "role_description": "scroll bar", "value": 0, "position": "-391.00;-244.00", "size": "0;0", "children": []}, {"name": null, "role": "AXScrollBar", "description": null, "role_description": "scroll bar", "value": 0, "position": "-391.00;-244.00", "size": "0;0", "children": []}]}, {"name": null, "role": "AXGroup", "description": "Action Toolbar", "role_description": "group", "value": 0, "position": "-391.00;-244.00", "size": "475;24", "children": [{"name": null, "role": "AXButton", "description": "Add", "role_description": "button", "value": null, "position": "-391.00;-244.00", "size": "26;24", "children": []}, {"name": null, "role": "AXButton", "description": "Remove", "role_description": "button", "value": null, "position": "-391.00;-244.00", "size": "26;24", "children": []}, {"name": null, "role": "AXButton", "description": "Edit", "role_description": "button", "value": null, "position": "-391.00;-244.00", "size": "26;24", "children": []}]}, {"name": null, "role": "AXScrollArea", "description": null, "role_description": "scroll area", "value": 0, "position": "-391.00;-244.00", "size": "477;155", "children": [{"name": null, "role": "AXList", "description": "list", "role_description": "list", "value": 0, "position": "-391.00;-244.00", "size": "475;154", "children": [{"name": null, "role": "AXRow", "description": "*.gitignore", "role_description": "row", "value": 0, "position": "-391.00;-244.00", "size": "475;24", "children": [{"name": null, "role": "AXStaticText", "description": "*.gitignore", "role_description": "text", "value": 0, "position": "-391.00;-244.00", "size": "475;24", "children": []}]}]}, {"name": null, "role": "AXScrollBar", "description": null, "role_description": "scroll bar", "value": 0, "position": "-391.00;-244.00", "size": "0;0", "children": []}, {"name": null, "role": "AXScrollBar", "description": null, "role_description": "scroll bar", "value": 0, "position": "-391.00;-244.00", "size": "0;0", "children": []}]}, {"name": null, "role": "AXScrollArea", "description": null, "role_description": "scroll area", "value": 0, "position": "-391.00;-244.00", "size": "475;0", "children": [{"name": null, "role": "AXScrollBar", "description": null, "role_description": "scroll bar", "value": 0, "position": "-391.00;-244.00", "size": "0;0", "children": []}, {"name": null, "role": "AXScrollBar", "description": null, "role_description": "scroll bar", "value": 0, "position": "-391.00;-244.00", "size": "0;0", "children": []}]}, {"name": null, "role": "AXGroup", "description": "Action Toolbar", "role_description": "group", "value": 0, "position": "-391.00;-244.00", "size": "475;24", "children": [{"name": null, "role": "AXButton", "description": "Add HashBang Pattern", "role_description": "button", "value": null, "position": "-391.00;-244.00", "size": "26;24", "children": []}, {"name": null, "role": "AXButton", "description": "Remove", "role_description": "button", "value": null, "position": "-391.00;-244.00", "size": "26;24", "children": []}, {"name": null, "role": "AXButton", "description": "Edit", "role_description": "button", "value": null, "position": "-391.00;-244.00", "size": "26;24", "children": []}]}, {"name": null, "role": "AXScrollArea", "description": null, "role_description": "scroll area", "value": 0, "position": "-391.00;-244.00", "size": "477;205", "children": [{"name": null, "role": "AXList", "description": "list", "role_description": "list", "value": 0, "position": "-391.00;-244.00", "size": "475;204", "children": []}, {"name": null, "role": "AXScrollBar", "description": null, "role_description": "scroll bar", "value": 0, "position": "-391.00;-244.00", "size": "0;0", "children": []}, {"name": null, "role": "AXScrollBar", "description": null, "role_description": "scroll bar", "value": 0, "position": "-391.00;-244.00", "size": "0;0", "children": []}]}]}, {"name": null, "role": "AXStaticText", "description": "Default project copyright:", "role_description": "text", "value": "Default project copyright:", "position": "-391.00;-244.00", "size": "157;34", "children": []}, {"name": null, "role": "AXPopUpButton", "description": "Default project copyright:", "role_description": "pop up button", "value": null, "position": "-391.00;-244.00", "size": "538;34", "children": [{"name": null, "role": "AXPopUpButton", "description": null, "role_description": "pop up button", "value": null, "position": "-391.00;-244.00", "size": "0;0", "children": [{"name": null, "role": "AXMenuItem", "description": null, "role_description": "menu item", "value": null, "position": "-391.00;-244.00", "size": "0;0", "children": [{"name": null, "role": "AXList", "description": "list", "role_description": "list", "value": 0, "position": "-391.00;-244.00", "size": "0;0", "children": [{"name": null, "role": "AXRow", "description": "No copyright", "role_description": "row", "value": 0, "position": "-391.00;-244.00", "size": "0;24", "children": [{"name": null, "role": "AXStaticText", "description": "No copyright", "role_description": "text", "value": 0, "position": "-391.00;-244.00", "size": "0;24", "children": []}]}]}, {"name": null, "role": "AXScrollBar", "description": null, "role_description": "scroll bar", "value": 0, "position": "-391.00;-244.00", "size": "0;0", "children": []}]}]}]}, {"name": null, "role": "AXScrollArea", "description": null, "role_description": "scroll area", "value": 0, "position": "-391.00;-244.00", "size": "703;475", "children": [{"name": null, "role": "AXTable", "description": "table", "role_description": "table", "value": 0, "position": "-391.00;-244.00", "size": "703;450", "children": []}, {"name": null, "role": "AXScrollBar", "description": null, "role_description": "scroll bar", "value": 0, "position": "-391.00;-244.00", "size": "0;0", "children": []}, {"name": null, "role": "AXScrollBar", "description": null, "role_description": "scroll bar", "value": 0, "position": "-391.00;-244.00", "size": "0;0", "children": []}, {"name": null, "role": "AXStaticText", "description": "Scope", "role_description": "text", "value": "Scope", "position": "-391.00;-244.00", "size": "352;0", "children": []}, {"name": null, "role": "AXStaticText", "description": "Copyright", "role_description": "text", "value": "Copyright", "position": "-391.00;-244.00", "size": "351;0", "children": []}]}, {"name": null, "role": "AXGroup", "description": "Action Toolbar", "role_description": "group", "value": 0, "position": "-391.00;-244.00", "size": "703;24", "children": [{"name": null, "role": "AXButton", "description": "Add", "role_description": "button", "value": null, "position": "-391.00;-244.00", "size": "26;24", "children": []}, {"name": null, "role": "AXButton", "description": "Remove", "role_description": "button", "value": null, "position": "-391.00;-244.00", "size": "26;24", "children": []}, {"name": null, "role": "AXButton", "description": "Up", "role_description": "button", "value": null, "position": "-391.00;-244.00", "size": "26;24", "children": []}, {"name": null, "role": "AXButton", "description": "Down", "role_description": "button", "value": null, "position": "-391.00;-244.00", "size": "26;24", "children": []}]}, {"name": null, "role": "AXLink", "description": "Select Scopes to add new scopes or modify existing ones", "role_description": "link", "value": null, "position": "-391.00;-244.00", "size": "705;17", "children": []}, {"name": null, "role": "AXRadioButton", "description": "No copyright", "role_description": "radio button", "value": 0, "position": "-391.00;-244.00", "size": "0;0", "children": []}, {"name": null, "role": "AXRadioButton", "description": "Use default settings", "role_description": "radio button", "value": 1, "position": "-391.00;-244.00", "size": "0;0", "children": []}, {"name": null, "role": "AXRadioButton", "description": "Use custom formatting options", "role_description": "radio button", "value": 0, "position": "-391.00;-244.00", "size": "0;0", "children": []}, {"name": null, "role": "AXStaticText", "description": "Comment Type", "role_description": "text", "value": "Comment Type", "position": "-391.00;-244.00", "size": "94;17", "children": []}, {"name": null, "role": "AXRadioButton", "description": "Use block comment", "role_description": "radio button", "value": 1, "position": "-391.00;-244.00", "size": "150;25", "children": []}, {"name": null, "role": "AXCheckBox", "description": "Prefix each line", "role_description": "checkbox", "value": 1, "position": "-391.00;-244.00", "size": "122;25", "children": []}, {"name": null, "role": "AXRadioButton", "description": "Use line comment", "role_description": "radio button", "value": 0, "position": "-391.00;-244.00", "size": "138;25", "children": []}, {"name": null, "role": "AXStaticText", "description": "Relative Location", "role_description": "text", "value": "Relative Location", "position": "-391.00;-244.00", "size": "105;17", "children": []}, {"name": null, "role": "AXRadioButton", "description": "Before other comments", "role_description": "radio button", "value": 1, "position": "-391.00;-244.00", "size": "173;25", "children": []}, {"name": null, "role": "AXRadioButton", "description": "After other comments", "role_description": "radio button", "value": 0, "position": "-391.00;-244.00", "size": "163;25", "children": []}, {"name": null, "role": "AXStaticText", "description": "Borders", "role_description": "text", "value": "Borders", "position": "-391.00;-244.00", "size": "48;17", "children": []}, {"name": null, "role": "AXCheckBox", "description": "Separator before", "role_description": "checkbox", "value": 0, "position": "-391.00;-244.00", "size": "133;25", "children": []}, {"name": null, "role": "AXStaticText", "description": "Length:", "role_description": "text", "value": "Length:", "position": "-391.00;-244.00", "size": "46;17", "children": []}, {"name": null, "role": "AXTextField", "description": "Length:", "role_description": "text field", "value": "80", "position": "-391.00;-244.00", "size": "72;34", "children": []}, {"name": null, "role": "AXCheckBox", "description": "Separator after", "role_description": "checkbox", "value": 0, "position": "-391.00;-244.00", "size": "121;25", "children": []}, {"name": null, "role": "AXStaticText", "description": "Length:", "role_description": "text", "value": "Length:", "position": "-391.00;-244.00", "size": "46;17", "children": []}, {"name": null, "role": "AXTextField", "description": "Length:", "role_description": "text field", "value": "80", "position": "-391.00;-244.00", "size": "72;34", "children": []}, {"name": null, "role": "AXStaticText", "description": "Separator:", "role_description": "text", "value": "Separator:", "position": "-391.00;-244.00", "size": "64;17", "children": []}, {"name": null, "role": "AXTextField", "description": "Separator:", "role_description": "text field", "value": "", "position": "-391.00;-244.00", "size": "50;34", "children": []}, {"name": null, "role": "AXCheckBox", "description": "Box", "role_description": "checkbox", "value": 0, "position": "-391.00;-244.00", "size": "51;25", "children": []}, {"name": null, "role": "AXCheckBox", "description": "Add blank line before", "role_description": "checkbox", "value": 0, "position": "-391.00;-244.00", "size": "159;25", "children": []}, {"name": null, "role": "AXCheckBox", "description": "Add blank line after", "role_description": "checkbox", "value": 1, "position": "-391.00;-244.00", "size": "148;25", "children": []}, {"name": null, "role": "AXScrollArea", "description": null, "role_description": "scroll area", "value": 0, "position": "-391.00;-244.00", "size": "709;341", "children": [{"name": null, "role": "AXTextField", "description": null, "role_description": "text field", "value": "<No comments>", "position": "-391.00;-244.00", "size": "703;335", "children": []}, {"name": null, "role": "AXScrollBar", "description": null, "role_description": "scroll bar", "value": 0, "position": "-391.00;-244.00", "size": "0;0", "children": []}, {"name": null, "role": "AXScrollBar", "description": null, "role_description": "scroll bar", "value": 0, "position": "-391.00;-244.00", "size": "0;0", "children": []}]}, {"name": null, "role": "AXScrollArea", "description": null, "role_description": "scroll area", "value": 0, "position": "-391.00;-244.00", "size": "147;575", "children": [{"name": null, "role": "AXOutline", "description": "tree", "role_description": "outline", "value": 0, "position": "-391.00;-244.00", "size": "147;575", "children": []}, {"name": null, "role": "AXScrollBar", "description": null, "role_description": "scroll bar", "value": 0, "position": "-391.00;-244.00", "size": "0;0", "children": []}, {"name": null, "role": "AXScrollBar", "description": null, "role_description": "scroll bar", "value": 0, "position": "-391.00;-244.00", "size": "0;0", "children": []}]}, {"name": null, "role": "AXGroup", "description": "Action Toolbar", "role_description": "group", "value": 0, "position": "-391.00;-244.00", "size": "147;24", "children": [{"name": null, "role": "AXButton", "description": "Add Profile", "role_description": "button", "value": null, "position": "-391.00;-244.00", "size": "26;24", "children": []}, {"name": null, "role": "AXButton", "description": "Delete", "role_description": "button", "value": null, "position": "-391.00;-244.00", "size": "26;24", "children": []}, {"name": null, "role": "AXButton", "description": "Copy", "role_description": "button", "value": null, "position": "-391.00;-244.00", "size": "26;24", "children": []}, {"name": null, "role": "AXButton", "description": "Import", "role_description": "button", "value": null, "position": "-391.00;-244.00", "size": "26;24", "children": []}]}, {"name": null, "role": "AXStaticText", "description": "Select a profile to view or edit its details here", "role_description": "text", "value": "Select a profile to view or edit its details here", "position": "-391.00;-244.00", "size": "589;600", "children": []}, {"name": null, "role": "AXScrollArea", "description": null, "role_description": "scroll area", "value": 0, "position": "-391.00;-244.00", "size": "737;600", "children": [{"name": null, "role": "AXScrollBar", "description": null, "role_description": "scroll bar", "value": 0, "position": "-391.00;-244.00", "size": "0;0", "children": []}, {"name": null, "role": "AXScrollBar", "description": null, "role_description": "scroll bar", "value": 0, "position": "-391.00;-244.00", "size": "0;0", "children": []}, {"name": null, "role": "AXRadioButton", "description": "No copyright", "role_description": "radio button", "value": 0, "position": "-391.00;-244.00", "size": "108;25", "children": []}, {"name": null, "role": "AXRadioButton", "description": "Use default settings", "role_description": "radio button", "value": 1, "position": "-391.00;-244.00", "size": "152;25", "children": []}, {"name": null, "role": "AXRadioButton", "description": "Use custom formatting options", "role_description": "radio button", "value": 0, "position": "-391.00;-244.00", "size": "218;25", "children": []}, {"name": null, "role": "AXStaticText", "description": "Comment Type", "role_description": "text", "value": "Comment Type", "position": "-391.00;-244.00", "size": "94;17", "children": []}, {"name": null, "role": "AXRadioButton", "description": "Use block comment", "role_description": "radio button", "value": 1, "position": "-391.00;-244.00", "size": "150;25", "children": []}, {"name": null, "role": "AXCheckBox", "description": "Prefix each line", "role_description": "checkbox", "value": 0, "position": "-391.00;-244.00", "size": "122;25", "children": []}, {"name": null, "role": "AXRadioButton", "description": "Use line comment", "role_description": "radio button", "value": 0, "position": "-391.00;-244.00", "size": "138;25", "children": []}, {"name": null, "role": "AXStaticText", "description": "Relative Location", "role_description": "text", "value": "Relative Location", "position": "-391.00;-244.00", "size": "105;17", "children": []}, {"name": null, "role": "AXRadioButton", "description": "Before other comments", "role_description": "radio button", "value": 1, "position": "-391.00;-244.00", "size": "173;25", "children": []}, {"name": null, "role": "AXRadioButton", "description": "After other comments", "role_description": "radio button", "value": 0, "position": "-391.00;-244.00", "size": "163;25", "children": []}, {"name": null, "role": "AXStaticText", "description": "Borders", "role_description": "text", "value": "Borders", "position": "-391.00;-244.00", "size": "48;17", "children": []}, {"name": null, "role": "AXCheckBox", "description": "Separator before", "role_description": "checkbox", "value": 0, "position": "-391.00;-244.00", "size": "133;25", "children": []}, {"name": null, "role": "AXStaticText", "description": "Length:", "role_description": "text", "value": "Length:", "position": "-391.00;-244.00", "size": "46;17", "children": []}, {"name": null, "role": "AXTextField", "description": "Length:", "role_description": "text field", "value": "80", "position": "-391.00;-244.00", "size": "72;34", "children": []}, {"name": null, "role": "AXCheckBox", "description": "Separator after", "role_description": "checkbox", "value": 0, "position": "-391.00;-244.00", "size": "121;25", "children": []}, {"name": null, "role": "AXStaticText", "description": "Length:", "role_description": "text", "value": "Length:", "position": "-391.00;-244.00", "size": "46;17", "children": []}, {"name": null, "role": "AXTextField", "description": "Length:", "role_description": "text field", "value": "80", "position": "-391.00;-244.00", "size": "72;34", "children": []}, {"name": null, "role": "AXStaticText", "description": "Separator:", "role_description": "text", "value": "Separator:", "position": "-391.00;-244.00", "size": "64;17", "children": []}, {"name": null, "role": "AXTextField", "description": "Separator:", "role_description": "text field", "value": "", "position": "-391.00;-244.00", "size": "50;34", "children": []}, {"name": null, "role": "AXCheckBox", "description": "Box", "role_description": "checkbox", "value": 0, "position": "-391.00;-244.00", "size": "51;25", "children": []}, {"name": null, "role": "AXCheckBox", "description": "Add blank line before", "role_description": "checkbox", "value": 0, "position": "-391.00;-244.00", "size": "159;25", "children": []}, {"name": null, "role": "AXCheckBox", "description": "Add blank line after", "role_description": "checkbox", "value": 1, "position": "-391.00;-244.00", "size": "148;25", "children": []}, {"name": null, "role": "AXScrollArea", "description": null, "role_description": "scroll area", "value": 0, "position": "-391.00;-244.00", "size": "709;254", "children": [{"name": null, "role": "AXScrollBar", "description": null, "role_description": "scroll bar", "value": 0, "position": "-391.00;-244.00", "size": "0;0", "children": []}, {"name": null, "role": "AXScrollBar", "description": null, "role_description": "scroll bar", "value": 0, "position": "-391.00;-244.00", "size": "703;14", "children": []}, {"name": null, "role": "AXTextField", "description": null, "role_description": "text field", "value": "<!--\n  - Copyright (c) 2024. Lorem ipsum dolor sit amet, consectetur adipiscing elit. \n  - Morbi non lorem porttitor neque feugiat blandit. Ut vitae ipsum eget quam lacinia accumsan. \n  - Etiam sed turpis ac ipsum condimentum fringilla. Maecenas magna. \n  - Proin dapibus sapien vel ante. Aliquam erat volutpat. Pellentesque sagittis ligula eget metus. \n  - Vestibulum commodo. Ut rhoncus gravida arcu. \n  -->", "position": "-391.00;-244.00", "size": "782;248", "children": []}]}]}, {"name": null, "role": "AXScrollArea", "description": null, "role_description": "scroll area", "value": 0, "position": "-391.00;-244.00", "size": "737;600", "children": [{"name": null, "role": "AXScrollBar", "description": null, "role_description": "scroll bar", "value": 0, "position": "-391.00;-244.00", "size": "14;600", "children": []}, {"name": null, "role": "AXScrollBar", "description": null, "role_description": "scroll bar", "value": 0, "position": "-391.00;-244.00", "size": "0;0", "children": []}, {"name": null, "role": "AXRadioButton", "description": "No copyright", "role_description": "radio button", "value": 0, "position": "-391.00;-244.00", "size": "108;25", "children": []}, {"name": null, "role": "AXRadioButton", "description": "Use default settings", "role_description": "radio button", "value": 1, "position": "-391.00;-244.00", "size": "152;25", "children": []}, {"name": null, "role": "AXRadioButton", "description": "Use custom formatting options", "role_description": "radio button", "value": 0, "position": "-391.00;-244.00", "size": "218;25", "children": []}, {"name": null, "role": "AXStaticText", "description": "Comment Type", "role_description": "text", "value": "Comment Type", "position": "-391.00;-244.00", "size": "94;17", "children": []}, {"name": null, "role": "AXRadioButton", "description": "Use block comment", "role_description": "radio button", "value": 1, "position": "-391.00;-244.00", "size": "150;25", "children": []}, {"name": null, "role": "AXCheckBox", "description": "Prefix each line", "role_description": "checkbox", "value": 0, "position": "-391.00;-244.00", "size": "122;25", "children": []}, {"name": null, "role": "AXRadioButton", "description": "Use line comment", "role_description": "radio button", "value": 0, "position": "-391.00;-244.00", "size": "138;25", "children": []}, {"name": null, "role": "AXStaticText", "description": "Relative Location", "role_description": "text", "value": "Relative Location", "position": "-391.00;-244.00", "size": "105;17", "children": []}, {"name": null, "role": "AXRadioButton", "description": "Before other comments", "role_description": "radio button", "value": 1, "position": "-391.00;-244.00", "size": "173;25", "children": []}, {"name": null, "role": "AXRadioButton", "description": "After other comments", "role_description": "radio button", "value": 0, "position": "-391.00;-244.00", "size": "163;25", "children": []}, {"name": null, "role": "AXStaticText", "description": "Borders", "role_description": "text", "value": "Borders", "position": "-391.00;-244.00", "size": "48;17", "children": []}, {"name": null, "role": "AXCheckBox", "description": "Separator before", "role_description": "checkbox", "value": 0, "position": "-391.00;-244.00", "size": "133;25", "children": []}, {"name": null, "role": "AXStaticText", "description": "Length:", "role_description": "text", "value": "Length:", "position": "-391.00;-244.00", "size": "46;17", "children": []}, {"name": null, "role": "AXTextField", "description": "Length:", "role_description": "text field", "value": "80", "position": "-391.00;-244.00", "size": "72;34", "children": []}, {"name": null, "role": "AXCheckBox", "description": "Separator after", "role_description": "checkbox", "value": 0, "position": "-391.00;-244.00", "size": "121;25", "children": []}, {"name": null, "role": "AXStaticText", "description": "Length:", "role_description": "text", "value": "Length:", "position": "-391.00;-244.00", "size": "46;17", "children": []}, {"name": null, "role": "AXTextField", "description": "Length:", "role_description": "text field", "value": "80", "position": "-391.00;-244.00", "size": "72;34", "children": []}, {"name": null, "role": "AXStaticText", "description": "Separator:", "role_description": "text", "value": "Separator:", "position": "-391.00;-244.00", "size": "64;17", "children": []}, {"name": null, "role": "AXTextField", "description": "Separator:", "role_description": "text field", "value": "", "position": "-391.00;-244.00", "size": "50;34", "children": []}, {"name": null, "role": "AXCheckBox", "description": "Box", "role_description": "checkbox", "value": 0, "position": "-391.00;-244.00", "size": "51;25", "children": []}, {"name": null, "role": "AXCheckBox", "description": "Add blank line before", "role_description": "checkbox", "value": 0, "position": "-391.00;-244.00", "size": "159;25", "children": []}, {"name": null, "role": "AXCheckBox", "description": "Add blank line after", "role_description": "checkbox", "value": 1, "position": "-391.00;-244.00", "size": "148;25", "children": []}, {"name": null, "role": "AXStaticText", "description": "Location in File", "role_description": "text", "value": "Location in File", "position": "-391.00;-244.00", "size": "92;17", "children": []}, {"name": null, "role": "AXRadioButton", "description": "Before doctype", "role_description": "radio button", "value": 1, "position": "-391.00;-244.00", "size": "123;25", "children": []}, {"name": null, "role": "AXRadioButton", "description": "Before root tag", "role_description": "radio button", "value": 0, "position": "-391.00;-244.00", "size": "121;25", "children": []}, {"name": null, "role": "AXScrollArea", "description": null, "role_description": "scroll area", "value": 0, "position": "-391.00;-244.00", "size": "709;152", "children": [{"name": null, "role": "AXScrollBar", "description": null, "role_description": "scroll bar", "value": 0, "position": "-391.00;-244.00", "size": "0;0", "children": []}, {"name": null, "role": "AXScrollBar", "description": null, "role_description": "scroll bar", "value": 0, "position": "-391.00;-244.00", "size": "703;14", "children": []}, {"name": null, "role": "AXTextField", "description": null, "role_description": "text field", "value": "<!--\n  ~ Copyright (c) 2024. Lorem ipsum dolor sit amet, consectetur adipiscing elit. \n  ~ Morbi non lorem porttitor neque feugiat blandit. Ut vitae ipsum eget quam lacinia accumsan. \n  ~ Etiam sed turpis ac ipsum condimentum fringilla. Maecenas magna. \n  ~ Proin dapibus sapien vel ante. Aliquam erat volutpat. Pellentesque sagittis ligula eget metus. \n  ~ Vestibulum commodo. Ut rhoncus gravida arcu. \n  -->", "position": "-391.00;-244.00", "size": "782;146", "children": []}]}]}, {"name": null, "role": "AXScrollArea", "description": null, "role_description": "scroll area", "value": 0, "position": "-391.00;-244.00", "size": "737;600", "children": [{"name": null, "role": "AXScrollBar", "description": null, "role_description": "scroll bar", "value": 0, "position": "-391.00;-244.00", "size": "0;0", "children": []}, {"name": null, "role": "AXScrollBar", "description": null, "role_description": "scroll bar", "value": 0, "position": "-391.00;-244.00", "size": "0;0", "children": []}, {"name": null, "role": "AXRadioButton", "description": "No copyright", "role_description": "radio button", "value": 0, "position": "-391.00;-244.00", "size": "108;25", "children": []}, {"name": null, "role": "AXRadioButton", "description": "Use default settings", "role_description": "radio button", "value": 1, "position": "-391.00;-244.00", "size": "152;25", "children": []}, {"name": null, "role": "AXRadioButton", "description": "Use custom formatting options", "role_description": "radio button", "value": 0, "position": "-391.00;-244.00", "size": "218;25", "children": []}, {"name": null, "role": "AXStaticText", "description": "Comment Type", "role_description": "text", "value": "Comment Type", "position": "-391.00;-244.00", "size": "94;17", "children": []}, {"name": null, "role": "AXRadioButton", "description": "Use block comment", "role_description": "radio button", "value": 1, "position": "-391.00;-244.00", "size": "150;25", "children": []}, {"name": null, "role": "AXCheckBox", "description": "Prefix each line", "role_description": "checkbox", "value": 1, "position": "-391.00;-244.00", "size": "122;25", "children": []}, {"name": null, "role": "AXRadioButton", "description": "Use line comment", "role_description": "radio button", "value": 0, "position": "-391.00;-244.00", "size": "138;25", "children": []}, {"name": null, "role": "AXStaticText", "description": "Relative Location", "role_description": "text", "value": "Relative Location", "position": "-391.00;-244.00", "size": "105;17", "children": []}, {"name": null, "role": "AXRadioButton", "description": "Before other comments", "role_description": "radio button", "value": 1, "position": "-391.00;-244.00", "size": "173;25", "children": []}, {"name": null, "role": "AXRadioButton", "description": "After other comments", "role_description": "radio button", "value": 0, "position": "-391.00;-244.00", "size": "163;25", "children": []}, {"name": null, "role": "AXStaticText", "description": "Borders", "role_description": "text", "value": "Borders", "position": "-391.00;-244.00", "size": "48;17", "children": []}, {"name": null, "role": "AXCheckBox", "description": "Separator before", "role_description": "checkbox", "value": 0, "position": "-391.00;-244.00", "size": "133;25", "children": []}, {"name": null, "role": "AXStaticText", "description": "Length:", "role_description": "text", "value": "Length:", "position": "-391.00;-244.00", "size": "46;17", "children": []}, {"name": null, "role": "AXTextField", "description": "Length:", "role_description": "text field", "value": "80", "position": "-391.00;-244.00", "size": "72;34", "children": []}, {"name": null, "role": "AXCheckBox", "description": "Separator after", "role_description": "checkbox", "value": 0, "position": "-391.00;-244.00", "size": "121;25", "children": []}, {"name": null, "role": "AXStaticText", "description": "Length:", "role_description": "text", "value": "Length:", "position": "-391.00;-244.00", "size": "46;17", "children": []}, {"name": null, "role": "AXTextField", "description": "Length:", "role_description": "text field", "value": "80", "position": "-391.00;-244.00", "size": "72;34", "children": []}, {"name": null, "role": "AXStaticText", "description": "Separator:", "role_description": "text", "value": "Separator:", "position": "-391.00;-244.00", "size": "64;17", "children": []}, {"name": null, "role": "AXTextField", "description": "Separator:", "role_description": "text field", "value": "", "position": "-391.00;-244.00", "size": "50;34", "children": []}, {"name": null, "role": "AXCheckBox", "description": "Box", "role_description": "checkbox", "value": 0, "position": "-391.00;-244.00", "size": "51;25", "children": []}, {"name": null, "role": "AXCheckBox", "description": "Add blank line before", "role_description": "checkbox", "value": 0, "position": "-391.00;-244.00", "size": "159;25", "children": []}, {"name": null, "role": "AXCheckBox", "description": "Add blank line after", "role_description": "checkbox", "value": 1, "position": "-391.00;-244.00", "size": "148;25", "children": []}, {"name": null, "role": "AXScrollArea", "description": null, "role_description": "scroll area", "value": 0, "position": "-391.00;-244.00", "size": "709;254", "children": [{"name": null, "role": "AXScrollBar", "description": null, "role_description": "scroll bar", "value": 0, "position": "-391.00;-244.00", "size": "0;0", "children": []}, {"name": null, "role": "AXScrollBar", "description": null, "role_description": "scroll bar", "value": 0, "position": "-391.00;-244.00", "size": "703;14", "children": []}, {"name": null, "role": "AXTextField", "description": null, "role_description": "text field", "value": "#\n# Copyright (c) 2024. Lorem ipsum dolor sit amet, consectetur adipiscing elit. \n# Morbi non lorem porttitor neque feugiat blandit. Ut vitae ipsum eget quam lacinia accumsan. \n# Etiam sed turpis ac ipsum condimentum fringilla. Maecenas magna. \n# Proin dapibus sapien vel ante. Aliquam erat volutpat. Pellentesque sagittis ligula eget metus. \n# Vestibulum commodo. Ut rhoncus gravida arcu. \n#", "position": "-391.00;-244.00", "size": "767;248", "children": []}]}]}, {"name": null, "role": "AXScrollArea", "description": null, "role_description": "scroll area", "value": 0, "position": "-391.00;-244.00", "size": "737;600", "children": [{"name": null, "role": "AXScrollBar", "description": null, "role_description": "scroll bar", "value": 0, "position": "-391.00;-244.00", "size": "0;0", "children": []}, {"name": null, "role": "AXScrollBar", "description": null, "role_description": "scroll bar", "value": 0, "position": "-391.00;-244.00", "size": "0;0", "children": []}, {"name": null, "role": "AXRadioButton", "description": "No copyright", "role_description": "radio button", "value": 0, "position": "-391.00;-244.00", "size": "108;25", "children": []}, {"name": null, "role": "AXRadioButton", "description": "Use default settings", "role_description": "radio button", "value": 0, "position": "-391.00;-244.00", "size": "152;25", "children": []}, {"name": null, "role": "AXRadioButton", "description": "Use custom formatting options", "role_description": "radio button", "value": 1, "position": "-391.00;-244.00", "size": "218;25", "children": []}, {"name": null, "role": "AXStaticText", "description": "Comment Type", "role_description": "text", "value": "Comment Type", "position": "-391.00;-244.00", "size": "94;17", "children": []}, {"name": null, "role": "AXRadioButton", "description": "Use block comment", "role_description": "radio button", "value": 0, "position": "-391.00;-244.00", "size": "150;25", "children": []}, {"name": null, "role": "AXCheckBox", "description": "Prefix each line", "role_description": "checkbox", "value": 1, "position": "-391.00;-244.00", "size": "122;25", "children": []}, {"name": null, "role": "AXRadioButton", "description": "Use line comment", "role_description": "radio button", "value": 1, "position": "-391.00;-244.00", "size": "138;25", "children": []}, {"name": null, "role": "AXStaticText", "description": "Relative Location", "role_description": "text", "value": "Relative Location", "position": "-391.00;-244.00", "size": "105;17", "children": []}, {"name": null, "role": "AXRadioButton", "description": "Before other comments", "role_description": "radio button", "value": 1, "position": "-391.00;-244.00", "size": "173;25", "children": []}, {"name": null, "role": "AXRadioButton", "description": "After other comments", "role_description": "radio button", "value": 0, "position": "-391.00;-244.00", "size": "163;25", "children": []}, {"name": null, "role": "AXStaticText", "description": "Borders", "role_description": "text", "value": "Borders", "position": "-391.00;-244.00", "size": "48;17", "children": []}, {"name": null, "role": "AXCheckBox", "description": "Separator before", "role_description": "checkbox", "value": 0, "position": "-391.00;-244.00", "size": "133;25", "children": []}, {"name": null, "role": "AXStaticText", "description": "Length:", "role_description": "text", "value": "Length:", "position": "-391.00;-244.00", "size": "46;17", "children": []}, {"name": null, "role": "AXTextField", "description": "Length:", "role_description": "text field", "value": "80", "position": "-391.00;-244.00", "size": "72;34", "children": []}, {"name": null, "role": "AXCheckBox", "description": "Separator after", "role_description": "checkbox", "value": 0, "position": "-391.00;-244.00", "size": "121;25", "children": []}, {"name": null, "role": "AXStaticText", "description": "Length:", "role_description": "text", "value": "Length:", "position": "-391.00;-244.00", "size": "46;17", "children": []}, {"name": null, "role": "AXTextField", "description": "Length:", "role_description": "text field", "value": "80", "position": "-391.00;-244.00", "size": "72;34", "children": []}, {"name": null, "role": "AXStaticText", "description": "Separator:", "role_description": "text", "value": "Separator:", "position": "-391.00;-244.00", "size": "64;17", "children": []}, {"name": null, "role": "AXTextField", "description": "Separator:", "role_description": "text field", "value": "", "position": "-391.00;-244.00", "size": "50;34", "children": []}, {"name": null, "role": "AXCheckBox", "description": "Box", "role_description": "checkbox", "value": 0, "position": "-391.00;-244.00", "size": "51;25", "children": []}, {"name": null, "role": "AXCheckBox", "description": "Add blank line before", "role_description": "checkbox", "value": 0, "position": "-391.00;-244.00", "size": "159;25", "children": []}, {"name": null, "role": "AXCheckBox", "description": "Add blank line after", "role_description": "checkbox", "value": 1, "position": "-391.00;-244.00", "size": "148;25", "children": []}, {"name": null, "role": "AXScrollArea", "description": null, "role_description": "scroll area", "value": 0, "position": "-391.00;-244.00", "size": "709;254", "children": [{"name": null, "role": "AXScrollBar", "description": null, "role_description": "scroll bar", "value": 0, "position": "-391.00;-244.00", "size": "0;0", "children": []}, {"name": null, "role": "AXScrollBar", "description": null, "role_description": "scroll bar", "value": 0, "position": "-391.00;-244.00", "size": "703;14", "children": []}, {"name": null, "role": "AXTextField", "description": null, "role_description": "text field", "value": "#  Copyright (c) 2024. Lorem ipsum dolor sit amet, consectetur adipiscing elit.\n#  Morbi non lorem porttitor neque feugiat blandit. Ut vitae ipsum eget quam lacinia accumsan.\n#  Etiam sed turpis ac ipsum condimentum fringilla. Maecenas magna.\n#  Proin dapibus sapien vel ante. Aliquam erat volutpat. Pellentesque sagittis ligula eget metus.\n#  Vestibulum commodo. Ut rhoncus gravida arcu.", "position": "-391.00;-244.00", "size": "767;248", "children": []}]}]}, {"name": null, "role": "AXScrollArea", "description": null, "role_description": "scroll area", "value": 0, "position": "-391.00;-244.00", "size": "737;600", "children": [{"name": null, "role": "AXScrollBar", "description": null, "role_description": "scroll bar", "value": 0, "position": "-391.00;-244.00", "size": "0;0", "children": []}, {"name": null, "role": "AXScrollBar", "description": null, "role_description": "scroll bar", "value": 0, "position": "-391.00;-244.00", "size": "0;0", "children": []}, {"name": null, "role": "AXRadioButton", "description": "No copyright", "role_description": "radio button", "value": 0, "position": "-391.00;-244.00", "size": "108;25", "children": []}, {"name": null, "role": "AXRadioButton", "description": "Use default settings", "role_description": "radio button", "value": 1, "position": "-391.00;-244.00", "size": "152;25", "children": []}, {"name": null, "role": "AXRadioButton", "description": "Use custom formatting options", "role_description": "radio button", "value": 0, "position": "-391.00;-244.00", "size": "218;25", "children": []}, {"name": null, "role": "AXStaticText", "description": "Comment Type", "role_description": "text", "value": "Comment Type", "position": "-391.00;-244.00", "size": "94;17", "children": []}, {"name": null, "role": "AXRadioButton", "description": "Use block comment", "role_description": "radio button", "value": 1, "position": "-391.00;-244.00", "size": "150;25", "children": []}, {"name": null, "role": "AXCheckBox", "description": "Prefix each line", "role_description": "checkbox", "value": 1, "position": "-391.00;-244.00", "size": "122;25", "children": []}, {"name": null, "role": "AXRadioButton", "description": "Use line comment", "role_description": "radio button", "value": 0, "position": "-391.00;-244.00", "size": "138;25", "children": []}, {"name": null, "role": "AXStaticText", "description": "Relative Location", "role_description": "text", "value": "Relative Location", "position": "-391.00;-244.00", "size": "105;17", "children": []}, {"name": null, "role": "AXRadioButton", "description": "Before other comments", "role_description": "radio button", "value": 1, "position": "-391.00;-244.00", "size": "173;25", "children": []}, {"name": null, "role": "AXRadioButton", "description": "After other comments", "role_description": "radio button", "value": 0, "position": "-391.00;-244.00", "size": "163;25", "children": []}, {"name": null, "role": "AXStaticText", "description": "Borders", "role_description": "text", "value": "Borders", "position": "-391.00;-244.00", "size": "48;17", "children": []}, {"name": null, "role": "AXCheckBox", "description": "Separator before", "role_description": "checkbox", "value": 0, "position": "-391.00;-244.00", "size": "133;25", "children": []}, {"name": null, "role": "AXStaticText", "description": "Length:", "role_description": "text", "value": "Length:", "position": "-391.00;-244.00", "size": "46;17", "children": []}, {"name": null, "role": "AXTextField", "description": "Length:", "role_description": "text field", "value": "80", "position": "-391.00;-244.00", "size": "72;34", "children": []}, {"name": null, "role": "AXCheckBox", "description": "Separator after", "role_description": "checkbox", "value": 0, "position": "-391.00;-244.00", "size": "121;25", "children": []}, {"name": null, "role": "AXStaticText", "description": "Length:", "role_description": "text", "value": "Length:", "position": "-391.00;-244.00", "size": "46;17", "children": []}, {"name": null, "role": "AXTextField", "description": "Length:", "role_description": "text field", "value": "80", "position": "-391.00;-244.00", "size": "72;34", "children": []}, {"name": null, "role": "AXStaticText", "description": "Separator:", "role_description": "text", "value": "Separator:", "position": "-391.00;-244.00", "size": "64;17", "children": []}, {"name": null, "role": "AXTextField", "description": "Separator:", "role_description": "text field", "value": "", "position": "-391.00;-244.00", "size": "50;34", "children": []}, {"name": null, "role": "AXCheckBox", "description": "Box", "role_description": "checkbox", "value": 0, "position": "-391.00;-244.00", "size": "51;25", "children": []}, {"name": null, "role": "AXCheckBox", "description": "Add blank line before", "role_description": "checkbox", "value": 0, "position": "-391.00;-244.00", "size": "159;25", "children": []}, {"name": null, "role": "AXCheckBox", "description": "Add blank line after", "role_description": "checkbox", "value": 1, "position": "-391.00;-244.00", "size": "148;25", "children": []}, {"name": null, "role": "AXScrollArea", "description": null, "role_description": "scroll area", "value": 0, "position": "-391.00;-244.00", "size": "709;254", "children": [{"name": null, "role": "AXScrollBar", "description": null, "role_description": "scroll bar", "value": 0, "position": "-391.00;-244.00", "size": "0;0", "children": []}, {"name": null, "role": "AXScrollBar", "description": null, "role_description": "scroll bar", "value": 0, "position": "-391.00;-244.00", "size": "703;14", "children": []}, {"name": null, "role": "AXTextField", "description": null, "role_description": "text field", "value": "#\n# Copyright (c) 2024. Lorem ipsum dolor sit amet, consectetur adipiscing elit. \n# Morbi non lorem porttitor neque feugiat blandit. Ut vitae ipsum eget quam lacinia accumsan. \n# Etiam sed turpis ac ipsum condimentum fringilla. Maecenas magna. \n# Proin dapibus sapien vel ante. Aliquam erat volutpat. Pellentesque sagittis ligula eget metus. \n# Vestibulum commodo. Ut rhoncus gravida arcu. \n#", "position": "-391.00;-244.00", "size": "767;248", "children": []}]}]}, {"name": null, "role": "AXScrollArea", "description": null, "role_description": "scroll area", "value": 0, "position": "-391.00;-244.00", "size": "737;600", "children": [{"name": null, "role": "AXScrollBar", "description": null, "role_description": "scroll bar", "value": 0, "position": "-391.00;-244.00", "size": "0;0", "children": []}, {"name": null, "role": "AXScrollBar", "description": null, "role_description": "scroll bar", "value": 0, "position": "-391.00;-244.00", "size": "0;0", "children": []}, {"name": null, "role": "AXRadioButton", "description": "No copyright", "role_description": "radio button", "value": 0, "position": "-391.00;-244.00", "size": "108;25", "children": []}, {"name": null, "role": "AXRadioButton", "description": "Use default settings", "role_description": "radio button", "value": 1, "position": "-391.00;-244.00", "size": "152;25", "children": []}, {"name": null, "role": "AXRadioButton", "description": "Use custom formatting options", "role_description": "radio button", "value": 0, "position": "-391.00;-244.00", "size": "218;25", "children": []}, {"name": null, "role": "AXStaticText", "description": "Comment Type", "role_description": "text", "value": "Comment Type", "position": "-391.00;-244.00", "size": "94;17", "children": []}, {"name": null, "role": "AXRadioButton", "description": "Use block comment", "role_description": "radio button", "value": 1, "position": "-391.00;-244.00", "size": "150;25", "children": []}, {"name": null, "role": "AXCheckBox", "description": "Prefix each line", "role_description": "checkbox", "value": 1, "position": "-391.00;-244.00", "size": "122;25", "children": []}, {"name": null, "role": "AXRadioButton", "description": "Use line comment", "role_description": "radio button", "value": 0, "position": "-391.00;-244.00", "size": "138;25", "children": []}, {"name": null, "role": "AXStaticText", "description": "Relative Location", "role_description": "text", "value": "Relative Location", "position": "-391.00;-244.00", "size": "105;17", "children": []}, {"name": null, "role": "AXRadioButton", "description": "Before other comments", "role_description": "radio button", "value": 1, "position": "-391.00;-244.00", "size": "173;25", "children": []}, {"name": null, "role": "AXRadioButton", "description": "After other comments", "role_description": "radio button", "value": 0, "position": "-391.00;-244.00", "size": "163;25", "children": []}, {"name": null, "role": "AXStaticText", "description": "Borders", "role_description": "text", "value": "Borders", "position": "-391.00;-244.00", "size": "48;17", "children": []}, {"name": null, "role": "AXCheckBox", "description": "Separator before", "role_description": "checkbox", "value": 0, "position": "-391.00;-244.00", "size": "133;25", "children": []}, {"name": null, "role": "AXStaticText", "description": "Length:", "role_description": "text", "value": "Length:", "position": "-391.00;-244.00", "size": "46;17", "children": []}, {"name": null, "role": "AXTextField", "description": "Length:", "role_description": "text field", "value": "80", "position": "-391.00;-244.00", "size": "72;34", "children": []}, {"name": null, "role": "AXCheckBox", "description": "Separator after", "role_description": "checkbox", "value": 0, "position": "-391.00;-244.00", "size": "121;25", "children": []}, {"name": null, "role": "AXStaticText", "description": "Length:", "role_description": "text", "value": "Length:", "position": "-391.00;-244.00", "size": "46;17", "children": []}, {"name": null, "role": "AXTextField", "description": "Length:", "role_description": "text field", "value": "80", "position": "-391.00;-244.00", "size": "72;34", "children": []}, {"name": null, "role": "AXStaticText", "description": "Separator:", "role_description": "text", "value": "Separator:", "position": "-391.00;-244.00", "size": "64;17", "children": []}, {"name": null, "role": "AXTextField", "description": "Separator:", "role_description": "text field", "value": "", "position": "-391.00;-244.00", "size": "50;34", "children": []}, {"name": null, "role": "AXCheckBox", "description": "Box", "role_description": "checkbox", "value": 0, "position": "-391.00;-244.00", "size": "51;25", "children": []}, {"name": null, "role": "AXCheckBox", "description": "Add blank line before", "role_description": "checkbox", "value": 0, "position": "-391.00;-244.00", "size": "159;25", "children": []}, {"name": null, "role": "AXCheckBox", "description": "Add blank line after", "role_description": "checkbox", "value": 1, "position": "-391.00;-244.00", "size": "148;25", "children": []}, {"name": null, "role": "AXScrollArea", "description": null, "role_description": "scroll area", "value": 0, "position": "-391.00;-244.00", "size": "709;254", "children": [{"name": null, "role": "AXScrollBar", "description": null, "role_description": "scroll bar", "value": 0, "position": "-391.00;-244.00", "size": "0;0", "children": []}, {"name": null, "role": "AXScrollBar", "description": null, "role_description": "scroll bar", "value": 0, "position": "-391.00;-244.00", "size": "703;14", "children": []}, {"name": null, "role": "AXTextField", "description": null, "role_description": "text field", "value": "<!--\n  - Copyright (c) 2024. Lorem ipsum dolor sit amet, consectetur adipiscing elit. \n  - Morbi non lorem porttitor neque feugiat blandit. Ut vitae ipsum eget quam lacinia accumsan. \n  - Etiam sed turpis ac ipsum condimentum fringilla. Maecenas magna. \n  - Proin dapibus sapien vel ante. Aliquam erat volutpat. Pellentesque sagittis ligula eget metus. \n  - Vestibulum commodo. Ut rhoncus gravida arcu. \n  -->", "position": "-391.00;-244.00", "size": "782;248", "children": []}]}]}, {"name": null, "role": "AXScrollArea", "description": null, "role_description": "scroll area", "value": 0, "position": "-391.00;-244.00", "size": "737;600", "children": [{"name": null, "role": "AXScrollBar", "description": null, "role_description": "scroll bar", "value": 0, "position": "-391.00;-244.00", "size": "0;0", "children": []}, {"name": null, "role": "AXScrollBar", "description": null, "role_description": "scroll bar", "value": 0, "position": "-391.00;-244.00", "size": "0;0", "children": []}, {"name": null, "role": "AXRadioButton", "description": "No copyright", "role_description": "radio button", "value": 0, "position": "-391.00;-244.00", "size": "108;25", "children": []}, {"name": null, "role": "AXRadioButton", "description": "Use default settings", "role_description": "radio button", "value": 1, "position": "-391.00;-244.00", "size": "152;25", "children": []}, {"name": null, "role": "AXRadioButton", "description": "Use custom formatting options", "role_description": "radio button", "value": 0, "position": "-391.00;-244.00", "size": "218;25", "children": []}, {"name": null, "role": "AXStaticText", "description": "Comment Type", "role_description": "text", "value": "Comment Type", "position": "-391.00;-244.00", "size": "94;17", "children": []}, {"name": null, "role": "AXRadioButton", "description": "Use block comment", "role_description": "radio button", "value": 1, "position": "-391.00;-244.00", "size": "150;25", "children": []}, {"name": null, "role": "AXCheckBox", "description": "Prefix each line", "role_description": "checkbox", "value": 0, "position": "-391.00;-244.00", "size": "122;25", "children": []}, {"name": null, "role": "AXRadioButton", "description": "Use line comment", "role_description": "radio button", "value": 0, "position": "-391.00;-244.00", "size": "138;25", "children": []}, {"name": null, "role": "AXStaticText", "description": "Relative Location", "role_description": "text", "value": "Relative Location", "position": "-391.00;-244.00", "size": "105;17", "children": []}, {"name": null, "role": "AXRadioButton", "description": "Before other comments", "role_description": "radio button", "value": 1, "position": "-391.00;-244.00", "size": "173;25", "children": []}, {"name": null, "role": "AXRadioButton", "description": "After other comments", "role_description": "radio button", "value": 0, "position": "-391.00;-244.00", "size": "163;25", "children": []}, {"name": null, "role": "AXStaticText", "description": "Borders", "role_description": "text", "value": "Borders", "position": "-391.00;-244.00", "size": "48;17", "children": []}, {"name": null, "role": "AXCheckBox", "description": "Separator before", "role_description": "checkbox", "value": 0, "position": "-391.00;-244.00", "size": "133;25", "children": []}, {"name": null, "role": "AXStaticText", "description": "Length:", "role_description": "text", "value": "Length:", "position": "-391.00;-244.00", "size": "46;17", "children": []}, {"name": null, "role": "AXTextField", "description": "Length:", "role_description": "text field", "value": "80", "position": "-391.00;-244.00", "size": "72;34", "children": []}, {"name": null, "role": "AXCheckBox", "description": "Separator after", "role_description": "checkbox", "value": 0, "position": "-391.00;-244.00", "size": "121;25", "children": []}, {"name": null, "role": "AXStaticText", "description": "Length:", "role_description": "text", "value": "Length:", "position": "-391.00;-244.00", "size": "46;17", "children": []}, {"name": null, "role": "AXTextField", "description": "Length:", "role_description": "text field", "value": "80", "position": "-391.00;-244.00", "size": "72;34", "children": []}, {"name": null, "role": "AXStaticText", "description": "Separator:", "role_description": "text", "value": "Separator:", "position": "-391.00;-244.00", "size": "64;17", "children": []}, {"name": null, "role": "AXTextField", "description": "Separator:", "role_description": "text field", "value": "", "position": "-391.00;-244.00", "size": "50;34", "children": []}, {"name": null, "role": "AXCheckBox", "description": "Box", "role_description": "checkbox", "value": 0, "position": "-391.00;-244.00", "size": "51;25", "children": []}, {"name": null, "role": "AXCheckBox", "description": "Add blank line before", "role_description": "checkbox", "value": 0, "position": "-391.00;-244.00", "size": "159;25", "children": []}, {"name": null, "role": "AXCheckBox", "description": "Add blank line after", "role_description": "checkbox", "value": 1, "position": "-391.00;-244.00", "size": "148;25", "children": []}, {"name": null, "role": "AXScrollArea", "description": null, "role_description": "scroll area", "value": 0, "position": "-391.00;-244.00", "size": "709;254", "children": [{"name": null, "role": "AXScrollBar", "description": null, "role_description": "scroll bar", "value": 0, "position": "-391.00;-244.00", "size": "0;0", "children": []}, {"name": null, "role": "AXScrollBar", "description": null, "role_description": "scroll bar", "value": 0, "position": "-391.00;-244.00", "size": "703;14", "children": []}, {"name": null, "role": "AXTextField", "description": null, "role_description": "text field", "value": "<!--\n  - Copyright (c) 2024. Lorem ipsum dolor sit amet, consectetur adipiscing elit. \n  - Morbi non lorem porttitor neque feugiat blandit. Ut vitae ipsum eget quam lacinia accumsan. \n  - Etiam sed turpis ac ipsum condimentum fringilla. Maecenas magna. \n  - Proin dapibus sapien vel ante. Aliquam erat volutpat. Pellentesque sagittis ligula eget metus. \n  - Vestibulum commodo. Ut rhoncus gravida arcu. \n  -->", "position": "-391.00;-244.00", "size": "782;248", "children": []}]}]}, {"name": null, "role": "AXScrollArea", "description": null, "role_description": "scroll area", "value": 0, "position": "-391.00;-244.00", "size": "737;600", "children": [{"name": null, "role": "AXScrollBar", "description": null, "role_description": "scroll bar", "value": 0, "position": "-391.00;-244.00", "size": "14;600", "children": []}, {"name": null, "role": "AXScrollBar", "description": null, "role_description": "scroll bar", "value": 0, "position": "-391.00;-244.00", "size": "0;0", "children": []}, {"name": null, "role": "AXRadioButton", "description": "No copyright", "role_description": "radio button", "value": 0, "position": "-391.00;-244.00", "size": "108;25", "children": []}, {"name": null, "role": "AXRadioButton", "description": "Use default settings", "role_description": "radio button", "value": 1, "position": "-391.00;-244.00", "size": "152;25", "children": []}, {"name": null, "role": "AXRadioButton", "description": "Use custom formatting options", "role_description": "radio button", "value": 0, "position": "-391.00;-244.00", "size": "218;25", "children": []}, {"name": null, "role": "AXStaticText", "description": "Comment Type", "role_description": "text", "value": "Comment Type", "position": "-391.00;-244.00", "size": "94;17", "children": []}, {"name": null, "role": "AXRadioButton", "description": "Use block comment", "role_description": "radio button", "value": 1, "position": "-391.00;-244.00", "size": "150;25", "children": []}, {"name": null, "role": "AXCheckBox", "description": "Prefix each line", "role_description": "checkbox", "value": 0, "position": "-391.00;-244.00", "size": "122;25", "children": []}, {"name": null, "role": "AXRadioButton", "description": "Use line comment", "role_description": "radio button", "value": 0, "position": "-391.00;-244.00", "size": "138;25", "children": []}, {"name": null, "role": "AXStaticText", "description": "Relative Location", "role_description": "text", "value": "Relative Location", "position": "-391.00;-244.00", "size": "105;17", "children": []}, {"name": null, "role": "AXRadioButton", "description": "Before other comments", "role_description": "radio button", "value": 1, "position": "-391.00;-244.00", "size": "173;25", "children": []}, {"name": null, "role": "AXRadioButton", "description": "After other comments", "role_description": "radio button", "value": 0, "position": "-391.00;-244.00", "size": "163;25", "children": []}, {"name": null, "role": "AXStaticText", "description": "Borders", "role_description": "text", "value": "Borders", "position": "-391.00;-244.00", "size": "48;17", "children": []}, {"name": null, "role": "AXCheckBox", "description": "Separator before", "role_description": "checkbox", "value": 0, "position": "-391.00;-244.00", "size": "133;25", "children": []}, {"name": null, "role": "AXStaticText", "description": "Length:", "role_description": "text", "value": "Length:", "position": "-391.00;-244.00", "size": "46;17", "children": []}, {"name": null, "role": "AXTextField", "description": "Length:", "role_description": "text field", "value": "80", "position": "-391.00;-244.00", "size": "72;34", "children": []}, {"name": null, "role": "AXCheckBox", "description": "Separator after", "role_description": "checkbox", "value": 0, "position": "-391.00;-244.00", "size": "121;25", "children": []}, {"name": null, "role": "AXStaticText", "description": "Length:", "role_description": "text", "value": "Length:", "position": "-391.00;-244.00", "size": "46;17", "children": []}, {"name": null, "role": "AXTextField", "description": "Length:", "role_description": "text field", "value": "80", "position": "-391.00;-244.00", "size": "72;34", "children": []}, {"name": null, "role": "AXStaticText", "description": "Separator:", "role_description": "text", "value": "Separator:", "position": "-391.00;-244.00", "size": "64;17", "children": []}, {"name": null, "role": "AXTextField", "description": "Separator:", "role_description": "text field", "value": "", "position": "-391.00;-244.00", "size": "50;34", "children": []}, {"name": null, "role": "AXCheckBox", "description": "Box", "role_description": "checkbox", "value": 0, "position": "-391.00;-244.00", "size": "51;25", "children": []}, {"name": null, "role": "AXCheckBox", "description": "Add blank line before", "role_description": "checkbox", "value": 0, "position": "-391.00;-244.00", "size": "159;25", "children": []}, {"name": null, "role": "AXCheckBox", "description": "Add blank line after", "role_description": "checkbox", "value": 1, "position": "-391.00;-244.00", "size": "148;25", "children": []}, {"name": null, "role": "AXStaticText", "description": "Location in File", "role_description": "text", "value": "Location in File", "position": "-391.00;-244.00", "size": "92;17", "children": []}, {"name": null, "role": "AXRadioButton", "description": "Before doctype", "role_description": "radio button", "value": 1, "position": "-391.00;-244.00", "size": "123;25", "children": []}, {"name": null, "role": "AXRadioButton", "description": "Before root tag", "role_description": "radio button", "value": 0, "position": "-391.00;-244.00", "size": "121;25", "children": []}, {"name": null, "role": "AXScrollArea", "description": null, "role_description": "scroll area", "value": 0, "position": "-391.00;-244.00", "size": "709;152", "children": [{"name": null, "role": "AXScrollBar", "description": null, "role_description": "scroll bar", "value": 0, "position": "-391.00;-244.00", "size": "0;0", "children": []}, {"name": null, "role": "AXScrollBar", "description": null, "role_description": "scroll bar", "value": 0, "position": "-391.00;-244.00", "size": "703;14", "children": []}, {"name": null, "role": "AXTextField", "description": null, "role_description": "text field", "value": "<!--\n  ~ Copyright (c) 2024. Lorem ipsum dolor sit amet, consectetur adipiscing elit. \n  ~ Morbi non lorem porttitor neque feugiat blandit. Ut vitae ipsum eget quam lacinia accumsan. \n  ~ Etiam sed turpis ac ipsum condimentum fringilla. Maecenas magna. \n  ~ Proin dapibus sapien vel ante. Aliquam erat volutpat. Pellentesque sagittis ligula eget metus. \n  ~ Vestibulum commodo. Ut rhoncus gravida arcu. \n  -->", "position": "-391.00;-244.00", "size": "782;146", "children": []}]}]}, {"name": null, "role": "AXScrollArea", "description": null, "role_description": "scroll area", "value": 0, "position": "-391.00;-244.00", "size": "737;600", "children": [{"name": null, "role": "AXScrollBar", "description": null, "role_description": "scroll bar", "value": 0, "position": "-391.00;-244.00", "size": "0;0", "children": []}, {"name": null, "role": "AXScrollBar", "description": null, "role_description": "scroll bar", "value": 0, "position": "-391.00;-244.00", "size": "0;0", "children": []}, {"name": null, "role": "AXStaticText", "description": "Expand abbreviation with", "role_description": "text", "value": "Expand abbreviation with", "position": "-391.00;-244.00", "size": "156;17", "children": []}, {"name": null, "role": "AXPopUpButton", "description": "Expand abbreviation with", "role_description": "pop up button", "value": "Tab", "position": "-391.00;-244.00", "size": "123;34", "children": [{"name": null, "role": "AXPopUpButton", "description": null, "role_description": "pop up button", "value": null, "position": "-391.00;-244.00", "size": "0;0", "children": [{"name": null, "role": "AXMenuItem", "description": null, "role_description": "menu item", "value": null, "position": "-391.00;-244.00", "size": "0;0", "children": [{"name": null, "role": "AXList", "description": "list", "role_description": "list", "value": 0, "position": "-391.00;-244.00", "size": "0;0", "children": [{"name": null, "role": "AXRow", "description": "Space", "role_description": "row", "value": 0, "position": "-391.00;-244.00", "size": "0;24", "children": [{"name": null, "role": "AXStaticText", "description": "Space", "role_description": "text", "value": 0, "position": "-391.00;-244.00", "size": "0;24", "children": []}]}, {"name": null, "role": "AXRow", "description": "Tab", "role_description": "row", "value": 0, "position": "-391.00;-244.00", "size": "0;24", "children": [{"name": null, "role": "AXStaticText", "description": "Tab", "role_description": "text", "value": 0, "position": "-391.00;-244.00", "size": "0;24", "children": []}]}, {"name": null, "role": "AXRow", "description": "Enter", "role_description": "row", "value": 0, "position": "-391.00;-244.00", "size": "0;24", "children": [{"name": null, "role": "AXStaticText", "description": "Enter", "role_description": "text", "value": 0, "position": "-391.00;-244.00", "size": "0;24", "children": []}]}, {"name": null, "role": "AXRow", "description": "Custom...", "role_description": "row", "value": 0, "position": "-391.00;-244.00", "size": "0;24", "children": [{"name": null, "role": "AXStaticText", "description": "Custom...", "role_description": "text", "value": 0, "position": "-391.00;-244.00", "size": "0;24", "children": []}]}]}, {"name": null, "role": "AXScrollBar", "description": null, "role_description": "scroll bar", "value": 24, "position": "-391.00;-244.00", "size": "0;0", "children": []}]}]}]}, {"name": null, "role": "AXLink", "description": "Change", "role_description": "link", "value": null, "position": "-391.00;-244.00", "size": "0;0", "children": []}, {"name": null, "role": "AXCheckBox", "description": "Enable XML/HTML Emmet", "role_description": "checkbox", "value": 1, "position": "-391.00;-244.00", "size": "188;25", "children": []}, {"name": null, "role": "AXCheckBox", "description": "Enable abbreviation preview", "role_description": "checkbox", "value": 0, "position": "-391.00;-244.00", "size": "202;25", "children": []}, {"name": null, "role": "AXCheckBox", "description": "Enable automatic URL recognition while wrapping text with <a> tag", "role_description": "checkbox", "value": 1, "position": "-391.00;-244.00", "size": "442;25", "children": []}, {"name": null, "role": "AXCheckBox", "description": "Add edit point at the end of template", "role_description": "checkbox", "value": 0, "position": "-391.00;-244.00", "size": "255;25", "children": []}, {"name": null, "role": "AXStaticText", "description": "BEM", "role_description": "text", "value": "BEM", "position": "-391.00;-244.00", "size": "28;17", "children": []}, {"name": null, "role": "AXStaticText", "description": "Element separator in class names:", "role_description": "text", "value": "Element separator in class names:", "position": "-391.00;-244.00", "size": "210;17", "children": []}, {"name": null, "role": "AXTextField", "description": "Element separator in class names:", "role_description": "text field", "value": "__", "position": "-391.00;-244.00", "size": "72;34", "children": []}, {"name": null, "role": "AXStaticText", "description": "Modifier separator in class names:", "role_description": "text", "value": "Modifier separator in class names:", "position": "-391.00;-244.00", "size": "211;17", "children": []}, {"name": null, "role": "AXTextField", "description": "Modifier separator in class names:", "role_description": "text field", "value": "_", "position": "-391.00;-244.00", "size": "72;34", "children": []}, {"name": null, "role": "AXStaticText", "description": "Short element prefix:", "role_description": "text", "value": "Short element prefix:", "position": "-391.00;-244.00", "size": "129;17", "children": []}, {"name": null, "role": "AXTextField", "description": "Short element prefix:", "role_description": "text field", "value": "-", "position": "-391.00;-244.00", "size": "72;34", "children": []}, {"name": null, "role": "AXStaticText", "description": "Filters enabled by default", "role_description": "text", "value": "Filters enabled by default", "position": "-391.00;-244.00", "size": "156;17", "children": []}, {"name": null, "role": "AXCheckBox", "description": "XSL tuning", "role_description": "checkbox", "value": 0, "position": "-391.00;-244.00", "size": "94;25", "children": []}, {"name": null, "role": "AXCheckBox", "description": "Comment tags", "role_description": "checkbox", "value": 0, "position": "-391.00;-244.00", "size": "118;25", "children": []}, {"name": null, "role": "AXCheckBox", "description": "Escape", "role_description": "checkbox", "value": 0, "position": "-391.00;-244.00", "size": "73;25", "children": []}, {"name": null, "role": "AXCheckBox", "description": "Single line", "role_description": "checkbox", "value": 0, "position": "-391.00;-244.00", "size": "91;25", "children": []}, {"name": null, "role": "AXCheckBox", "description": "BEM", "role_description": "checkbox", "value": 0, "position": "-391.00;-244.00", "size": "56;25", "children": []}, {"name": null, "role": "AXCheckBox", "description": "Trim line markers", "role_description": "checkbox", "value": 0, "position": "-391.00;-244.00", "size": "134;25", "children": []}]}, {"name": null, "role": "AXImage", "description": null, "role_description": "image", "value": null, "position": "-391.00;-244.00", "size": "6;17", "children": []}, {"name": null, "role": "AXScrollArea", "description": null, "role_description": "scroll area", "value": 0, "position": "-391.00;-244.00", "size": "314;573", "children": [{"name": null, "role": "AXOutline", "description": "tree", "role_description": "outline", "value": 0, "position": "-391.00;-244.00", "size": "312;571", "children": [{"name": null, "role": "AXRow", "description": "Code vision checked", "role_description": "row", "value": 0, "position": "-391.00;-244.00", "size": "103;24", "children": [{"name": null, "role": "AXCheckBox", "description": "", "role_description": "checkbox", "value": 1, "position": "-391.00;-244.00", "size": "24;24", "children": []}, {"name": null, "role": "AXStaticText", "description": "Code vision", "role_description": "text", "value": "Code vision", "position": "-391.00;-244.00", "size": "257;24", "children": []}]}, {"name": null, "role": "AXRow", "description": "Parameter names not checked", "role_description": "row", "value": 0, "position": "-391.00;-244.00", "size": "139;24", "children": [{"name": null, "role": "AXCheckBox", "description": "", "role_description": "checkbox", "value": 0, "position": "-391.00;-244.00", "size": "24;24", "children": []}, {"name": null, "role": "AXStaticText", "description": "Parameter names", "role_description": "text", "value": "Parameter names", "position": "-391.00;-244.00", "size": "257;24", "children": []}]}, {"name": null, "role": "AXRow", "description": "Other checked", "role_description": "row", "value": 0, "position": "-391.00;-244.00", "size": "65;24", "children": [{"name": null, "role": "AXCheckBox", "description": "", "role_description": "checkbox", "value": 1, "position": "-391.00;-244.00", "size": "24;24", "children": []}, {"name": null, "role": "AXStaticText", "description": "Other", "role_description": "text", "value": "Other", "position": "-391.00;-244.00", "size": "257;24", "children": []}]}]}, {"name": null, "role": "AXScrollBar", "description": null, "role_description": "scroll bar", "value": 0, "position": "-391.00;-244.00", "size": "0;0", "children": []}, {"name": null, "role": "AXScrollBar", "description": null, "role_description": "scroll bar", "value": 0, "position": "-391.00;-244.00", "size": "0;0", "children": []}]}, {"name": null, "role": "AXImage", "description": null, "role_description": "image", "value": null, "position": "-391.00;-244.00", "size": "6;17", "children": []}, {"name": null, "role": "AXTextField", "description": "Message text filter", "role_description": "text field", "value": "", "position": "-391.00;-244.00", "size": "284;34", "children": []}, {"name": null, "role": "AXGroup", "description": "Action Toolbar", "role_description": "group", "value": 0, "position": "-391.00;-244.00", "size": "66;34", "children": [{"name": null, "role": "AXButton", "description": "Expand All", "role_description": "button", "value": null, "position": "-391.00;-244.00", "size": "26;24", "children": []}, {"name": null, "role": "AXButton", "description": "Collapse All", "role_description": "button", "value": null, "position": "-391.00;-244.00", "size": "26;24", "children": []}]}, {"name": null, "role": "AXScrollArea", "description": null, "role_description": "scroll area", "value": 0, "position": "-391.00;-244.00", "size": "350;544", "children": [{"name": null, "role": "AXScrollBar", "description": null, "role_description": "scroll bar", "value": 0, "position": "-391.00;-244.00", "size": "14;542", "children": []}, {"name": null, "role": "AXScrollBar", "description": null, "role_description": "scroll bar", "value": 0, "position": "-391.00;-244.00", "size": "0;0", "children": []}, {"name": null, "role": "AXOutline", "description": "tree", "role_description": "outline", "value": 0, "position": "-391.00;-244.00", "size": "348;2408", "children": [{"name": null, "role": "AXRow", "description": "AI Assistant checked", "role_description": "row", "value": 0, "position": "-391.00;-244.00", "size": "106;24", "children": [{"name": null, "role": "AXCheckBox", "description": "", "role_description": "checkbox", "value": 1, "position": "-391.00;-244.00", "size": "24;0", "children": []}, {"name": null, "role": "AXStaticText", "description": "AI Actions…", "role_description": "text", "value": "AI Actions…", "position": "-391.00;-244.00", "size": "-24;0", "children": []}]}, {"name": null, "role": "AXRow", "description": "AI Actions… checked", "role_description": "row", "value": 0, "position": "-391.00;-244.00", "size": "103;24", "children": [{"name": null, "role": "AXCheckBox", "description": "", "role_description": "checkbox", "value": 1, "position": "-391.00;-244.00", "size": "24;0", "children": []}, {"name": null, "role": "AXStaticText", "description": "AI Actions…", "role_description": "text", "value": "AI Actions…", "position": "-391.00;-244.00", "size": "-24;0", "children": []}]}, {"name": null, "role": "AXRow", "description": "Choose template data language checked", "role_description": "row", "value": 0, "position": "-391.00;-244.00", "size": "231;24", "children": [{"name": null, "role": "AXCheckBox", "description": "", "role_description": "checkbox", "value": 1, "position": "-391.00;-244.00", "size": "24;0", "children": []}, {"name": null, "role": "AXStaticText", "description": "Template language settings", "role_description": "text", "value": "Template language settings", "position": "-391.00;-244.00", "size": "-24;0", "children": []}]}, {"name": null, "role": "AXRow", "description": "Template language settings checked", "role_description": "row", "value": 0, "position": "-391.00;-244.00", "size": "201;24", "children": [{"name": null, "role": "AXCheckBox", "description": "", "role_description": "checkbox", "value": 1, "position": "-391.00;-244.00", "size": "24;0", "children": []}, {"name": null, "role": "AXStaticText", "description": "Template language settings", "role_description": "text", "value": "Template language settings", "position": "-391.00;-244.00", "size": "-24;0", "children": []}]}, {"name": null, "role": "AXRow", "description": "EditorConfig checked", "role_description": "row", "value": 0, "position": "-391.00;-244.00", "size": "110;24", "children": [{"name": null, "role": "AXCheckBox", "description": "", "role_description": "checkbox", "value": 1, "position": "-391.00;-244.00", "size": "24;0", "children": []}, {"name": null, "role": "AXStaticText", "description": "Invert option value", "role_description": "text", "value": "Invert option value", "position": "-391.00;-244.00", "size": "-24;0", "children": []}]}, {"name": null, "role": "AXRow", "description": "Add declaration part checked", "role_description": "row", "value": 0, "position": "-391.00;-244.00", "size": "156;24", "children": [{"name": null, "role": "AXCheckBox", "description": "", "role_description": "checkbox", "value": 1, "position": "-391.00;-244.00", "size": "24;0", "children": []}, {"name": null, "role": "AXStaticText", "description": "Add declaration part", "role_description": "text", "value": "Add declaration part", "position": "-391.00;-244.00", "size": "-24;0", "children": []}]}, {"name": null, "role": "AXRow", "description": "Invert option value checked", "role_description": "row", "value": 0, "position": "-391.00;-244.00", "size": "145;24", "children": [{"name": null, "role": "AXCheckBox", "description": "", "role_description": "checkbox", "value": 1, "position": "-391.00;-244.00", "size": "24;0", "children": []}, {"name": null, "role": "AXStaticText", "description": "Invert option value", "role_description": "text", "value": "Invert option value", "position": "-391.00;-244.00", "size": "-24;0", "children": []}]}, {"name": null, "role": "AXRow", "description": "JSON checked", "role_description": "row", "value": 0, "position": "-391.00;-244.00", "size": "66;24", "children": [{"name": null, "role": "AXCheckBox", "description": "", "role_description": "checkbox", "value": 1, "position": "-391.00;-244.00", "size": "24;0", "children": []}, {"name": null, "role": "AXStaticText", "description": "Sort properties alphabetically", "role_description": "text", "value": "Sort properties alphabetically", "position": "-391.00;-244.00", "size": "-24;0", "children": []}]}, {"name": null, "role": "AXRow", "description": "Missing optional properties checked", "role_description": "row", "value": 0, "position": "-391.00;-244.00", "size": "197;24", "children": [{"name": null, "role": "AXCheckBox", "description": "", "role_description": "checkbox", "value": 1, "position": "-391.00;-244.00", "size": "24;0", "children": []}, {"name": null, "role": "AXStaticText", "description": "Missing optional properties", "role_description": "text", "value": "Missing optional properties", "position": "-391.00;-244.00", "size": "-24;0", "children": []}]}, {"name": null, "role": "AXRow", "description": "Sort properties alphabetically checked", "role_description": "row", "value": 0, "position": "-391.00;-244.00", "size": "211;24", "children": [{"name": null, "role": "AXCheckBox", "description": "", "role_description": "checkbox", "value": 1, "position": "-391.00;-244.00", "size": "24;0", "children": []}, {"name": null, "role": "AXStaticText", "description": "Sort properties alphabetically", "role_description": "text", "value": "Sort properties alphabetically", "position": "-391.00;-244.00", "size": "-24;0", "children": []}]}, {"name": null, "role": "AXRow", "description": "Language injection checked", "role_description": "row", "value": 0, "position": "-391.00;-244.00", "size": "150;24", "children": [{"name": null, "role": "AXCheckBox", "description": "", "role_description": "checkbox", "value": 1, "position": "-391.00;-244.00", "size": "24;0", "children": []}, {"name": null, "role": "AXStaticText", "description": "Uninject language or reference", "role_description": "text", "value": "Uninject language or reference", "position": "-391.00;-244.00", "size": "-24;0", "children": []}]}, {"name": null, "role": "AXRow", "description": "Edit injected fragment checked", "role_description": "row", "value": 0, "position": "-391.00;-244.00", "size": "166;24", "children": [{"name": null, "role": "AXCheckBox", "description": "", "role_description": "checkbox", "value": 1, "position": "-391.00;-244.00", "size": "24;0", "children": []}, {"name": null, "role": "AXStaticText", "description": "Edit injected fragment", "role_description": "text", "value": "Edit injected fragment", "position": "-391.00;-244.00", "size": "-24;0", "children": []}]}, {"name": null, "role": "AXRow", "description": "Edit injection settings checked", "role_description": "row", "value": 0, "position": "-391.00;-244.00", "size": "162;24", "children": [{"name": null, "role": "AXCheckBox", "description": "", "role_description": "checkbox", "value": 1, "position": "-391.00;-244.00", "size": "24;0", "children": []}, {"name": null, "role": "AXStaticText", "description": "Edit injection settings", "role_description": "text", "value": "Edit injection settings", "position": "-391.00;-244.00", "size": "-24;0", "children": []}]}, {"name": null, "role": "AXRow", "description": "Inject language or reference checked", "role_description": "row", "value": 0, "position": "-391.00;-244.00", "size": "204;24", "children": [{"name": null, "role": "AXCheckBox", "description": "", "role_description": "checkbox", "value": 1, "position": "-391.00;-244.00", "size": "24;0", "children": []}, {"name": null, "role": "AXStaticText", "description": "Inject language or reference", "role_description": "text", "value": "Inject language or reference", "position": "-391.00;-244.00", "size": "-24;0", "children": []}]}, {"name": null, "role": "AXRow", "description": "Uninject language or reference checked", "role_description": "row", "value": 0, "position": "-391.00;-244.00", "size": "220;24", "children": [{"name": null, "role": "AXCheckBox", "description": "", "role_description": "checkbox", "value": 1, "position": "-391.00;-244.00", "size": "24;0", "children": []}, {"name": null, "role": "AXStaticText", "description": "Uninject language or reference", "role_description": "text", "value": "Uninject language or reference", "position": "-391.00;-244.00", "size": "-24;0", "children": []}]}, {"name": null, "role": "AXRow", "description": "LightEdit mode checked", "role_description": "row", "value": 0, "position": "-391.00;-244.00", "size": "125;24", "children": [{"name": null, "role": "AXCheckBox", "description": "", "role_description": "checkbox", "value": 1, "position": "-391.00;-244.00", "size": "24;0", "children": []}, {"name": null, "role": "AXStaticText", "description": "Open file in project...", "role_description": "text", "value": "Open file in project...", "position": "-391.00;-244.00", "size": "-24;0", "children": []}]}, {"name": null, "role": "AXRow", "description": "Open file in project... checked", "role_description": "row", "value": 0, "position": "-391.00;-244.00", "size": "157;24", "children": [{"name": null, "role": "AXCheckBox", "description": "", "role_description": "checkbox", "value": 1, "position": "-391.00;-244.00", "size": "24;0", "children": []}, {"name": null, "role": "AXStaticText", "description": "Open file in project...", "role_description": "text", "value": "Open file in project...", "position": "-391.00;-244.00", "size": "-24;0", "children": []}]}, {"name": null, "role": "AXRow", "description": "Markdown checked", "role_description": "row", "value": 0, "position": "-391.00;-244.00", "size": "97;24", "children": [{"name": null, "role": "AXCheckBox", "description": "", "role_description": "checkbox", "value": 1, "position": "-391.00;-244.00", "size": "24;0", "children": []}, {"name": null, "role": "AXStaticText", "description": "Remove row", "role_description": "text", "value": "Remove row", "position": "-391.00;-244.00", "size": "-24;0", "children": []}]}, {"name": null, "role": "AXRow", "description": "Configure image checked", "role_description": "row", "value": 0, "position": "-391.00;-244.00", "size": "132;24", "children": [{"name": null, "role": "AXCheckBox", "description": "", "role_description": "checkbox", "value": 1, "position": "-391.00;-244.00", "size": "24;0", "children": []}, {"name": null, "role": "AXStaticText", "description": "Configure image", "role_description": "text", "value": "Configure image", "position": "-391.00;-244.00", "size": "-24;0", "children": []}]}, {"name": null, "role": "AXRow", "description": "Hide problems in code fences checked", "role_description": "row", "value": 0, "position": "-391.00;-244.00", "size": "214;24", "children": [{"name": null, "role": "AXCheckBox", "description": "", "role_description": "checkbox", "value": 1, "position": "-391.00;-244.00", "size": "24;0", "children": []}, {"name": null, "role": "AXStaticText", "description": "Hide problems in code fences", "role_description": "text", "value": "Hide problems in code fences", "position": "-391.00;-244.00", "size": "-24;0", "children": []}]}, {"name": null, "role": "AXRow", "description": "Insert column checked", "role_description": "row", "value": 0, "position": "-391.00;-244.00", "size": "114;24", "children": [{"name": null, "role": "AXCheckBox", "description": "", "role_description": "checkbox", "value": 1, "position": "-391.00;-244.00", "size": "24;0", "children": []}, {"name": null, "role": "AXStaticText", "description": "Insert column", "role_description": "text", "value": "Insert column", "position": "-391.00;-244.00", "size": "-24;0", "children": []}]}, {"name": null, "role": "AXRow", "description": "Remove column checked", "role_description": "row", "value": 0, "position": "-391.00;-244.00", "size": "128;24", "children": [{"name": null, "role": "AXCheckBox", "description": "", "role_description": "checkbox", "value": 1, "position": "-391.00;-244.00", "size": "24;0", "children": []}, {"name": null, "role": "AXStaticText", "description": "Remove column", "role_description": "text", "value": "Remove column", "position": "-391.00;-244.00", "size": "-24;0", "children": []}]}, {"name": null, "role": "AXRow", "description": "Remove row checked", "role_description": "row", "value": 0, "position": "-391.00;-244.00", "size": "107;24", "children": [{"name": null, "role": "AXCheckBox", "description": "", "role_description": "checkbox", "value": 1, "position": "-391.00;-244.00", "size": "24;0", "children": []}, {"name": null, "role": "AXStaticText", "description": "Remove row", "role_description": "text", "value": "Remove row", "position": "-391.00;-244.00", "size": "-24;0", "children": []}]}, {"name": null, "role": "AXRow", "description": "Set column alignment checked", "role_description": "row", "value": 0, "position": "-391.00;-244.00", "size": "163;24", "children": [{"name": null, "role": "AXCheckBox", "description": "", "role_description": "checkbox", "value": 1, "position": "-391.00;-244.00", "size": "24;0", "children": []}, {"name": null, "role": "AXStaticText", "description": "Set column alignment", "role_description": "text", "value": "Set column alignment", "position": "-391.00;-244.00", "size": "-24;0", "children": []}]}, {"name": null, "role": "AXRow", "description": "Other checked", "role_description": "row", "value": 0, "position": "-391.00;-244.00", "size": "66;24", "children": [{"name": null, "role": "AXCheckBox", "description": "", "role_description": "checkbox", "value": 1, "position": "-391.00;-244.00", "size": "24;0", "children": []}, {"name": null, "role": "AXStaticText", "description": "Other", "role_description": "text", "value": "Other", "position": "-391.00;-244.00", "size": "-24;0", "children": []}]}, {"name": null, "role": "AXRow", "description": "Convert absolute path to relative checked", "role_description": "row", "value": 0, "position": "-391.00;-244.00", "size": "233;24", "children": [{"name": null, "role": "AXCheckBox", "description": "", "role_description": "checkbox", "value": 1, "position": "-391.00;-244.00", "size": "24;0", "children": []}, {"name": null, "role": "AXStaticText", "description": "Convert absolute path to relative", "role_description": "text", "value": "Convert absolute path to relative", "position": "-391.00;-244.00", "size": "-24;0", "children": []}]}, {"name": null, "role": "AXRow", "description": "Convert relative path to absolute checked", "role_description": "row", "value": 0, "position": "-391.00;-244.00", "size": "233;24", "children": [{"name": null, "role": "AXCheckBox", "description": "", "role_description": "checkbox", "value": 1, "position": "-391.00;-244.00", "size": "24;0", "children": []}, {"name": null, "role": "AXStaticText", "description": "Convert relative path to absolute", "role_description": "text", "value": "Convert relative path to absolute", "position": "-391.00;-244.00", "size": "-24;0", "children": []}]}, {"name": null, "role": "AXRow", "description": "Create new scratch file from selection checked", "role_description": "row", "value": 0, "position": "-391.00;-244.00", "size": "264;24", "children": [{"name": null, "role": "AXCheckBox", "description": "", "role_description": "checkbox", "value": 1, "position": "-391.00;-244.00", "size": "24;0", "children": []}, {"name": null, "role": "AXStaticText", "description": "Create new scratch file from selection", "role_description": "text", "value": "Create new scratch file from selection", "position": "-391.00;-244.00", "size": "-24;0", "children": []}]}, {"name": null, "role": "AXRow", "description": "Flip comma checked", "role_description": "row", "value": 0, "position": "-391.00;-244.00", "size": "101;24", "children": [{"name": null, "role": "AXCheckBox", "description": "", "role_description": "checkbox", "value": 1, "position": "-391.00;-244.00", "size": "24;0", "children": []}, {"name": null, "role": "AXStaticText", "description": "Flip comma", "role_description": "text", "value": "Flip comma", "position": "-391.00;-244.00", "size": "-24;0", "children": []}]}, {"name": null, "role": "AXRow", "description": "Put elements on multiple lines checked", "role_description": "row", "value": 0, "position": "-391.00;-244.00", "size": "214;24", "children": [{"name": null, "role": "AXCheckBox", "description": "", "role_description": "checkbox", "value": 1, "position": "-391.00;-244.00", "size": "24;0", "children": []}, {"name": null, "role": "AXStaticText", "description": "Put elements on multiple lines", "role_description": "text", "value": "Put elements on multiple lines", "position": "-391.00;-244.00", "size": "-24;0", "children": []}]}, {"name": null, "role": "AXRow", "description": "Put elements on one line checked", "role_description": "row", "value": 0, "position": "-391.00;-244.00", "size": "182;24", "children": [{"name": null, "role": "AXCheckBox", "description": "", "role_description": "checkbox", "value": 1, "position": "-391.00;-244.00", "size": "24;0", "children": []}, {"name": null, "role": "AXStaticText", "description": "Put elements on one line", "role_description": "text", "value": "Put elements on one line", "position": "-391.00;-244.00", "size": "-24;0", "children": []}]}, {"name": null, "role": "AXRow", "description": "Properties checked", "role_description": "row", "value": 0, "position": "-391.00;-244.00", "size": "96;24", "children": [{"name": null, "role": "AXCheckBox", "description": "", "role_description": "checkbox", "value": 1, "position": "-391.00;-244.00", "size": "24;0", "children": []}, {"name": null, "role": "AXStaticText", "description": "Properties", "role_description": "text", "value": "Properties", "position": "-391.00;-244.00", "size": "-24;0", "children": []}]}, {"name": null, "role": "AXRow", "description": "Copy property key to the clipboard checked", "role_description": "row", "value": 0, "position": "-391.00;-244.00", "size": "246;24", "children": [{"name": null, "role": "AXCheckBox", "description": "", "role_description": "checkbox", "value": 1, "position": "-391.00;-244.00", "size": "24;0", "children": []}, {"name": null, "role": "AXStaticText", "description": "Copy property key to the clipboard", "role_description": "text", "value": "Copy property key to the clipboard", "position": "-391.00;-244.00", "size": "-24;0", "children": []}]}, {"name": null, "role": "AXRow", "description": "Copy property value to the clipboard checked", "role_description": "row", "value": 0, "position": "-391.00;-244.00", "size": "257;24", "children": [{"name": null, "role": "AXCheckBox", "description": "", "role_description": "checkbox", "value": 1, "position": "-391.00;-244.00", "size": "24;0", "children": []}, {"name": null, "role": "AXStaticText", "description": "Copy property value to the clipboard", "role_description": "text", "value": "Copy property value to the clipboard", "position": "-391.00;-244.00", "size": "-24;0", "children": []}]}, {"name": null, "role": "AXRow", "description": "Python checked", "role_description": "row", "value": 0, "position": "-391.00;-244.00", "size": "75;24", "children": [{"name": null, "role": "AXCheckBox", "description": "", "role_description": "checkbox", "value": 1, "position": "-391.00;-244.00", "size": "24;0", "children": []}, {"name": null, "role": "AXStaticText", "description": "Python", "role_description": "text", "value": "Python", "position": "-391.00;-244.00", "size": "-24;0", "children": []}]}, {"name": null, "role": "AXRow", "description": "Add type hint for variable checked", "role_description": "row", "value": 0, "position": "-391.00;-244.00", "size": "186;24", "children": [{"name": null, "role": "AXCheckBox", "description": "", "role_description": "checkbox", "value": 1, "position": "-391.00;-244.00", "size": "24;0", "children": []}, {"name": null, "role": "AXStaticText", "description": "Add type hint for variable", "role_description": "text", "value": "Add type hint for variable", "position": "-391.00;-244.00", "size": "-24;0", "children": []}]}, {"name": null, "role": "AXRow", "description": "Add type hints for function checked", "role_description": "row", "value": 0, "position": "-391.00;-244.00", "size": "195;24", "children": [{"name": null, "role": "AXCheckBox", "description": "", "role_description": "checkbox", "value": 1, "position": "-391.00;-244.00", "size": "24;0", "children": []}, {"name": null, "role": "AXStaticText", "description": "Add type hints for function", "role_description": "text", "value": "Add type hints for function", "position": "-391.00;-244.00", "size": "-24;0", "children": []}]}, {"name": null, "role": "AXRow", "description": "Convert 'from module import' to 'import module' checked", "role_description": "row", "value": 0, "position": "-391.00;-244.00", "size": "324;24", "children": [{"name": null, "role": "AXCheckBox", "description": "", "role_description": "checkbox", "value": 1, "position": "-391.00;-244.00", "size": "24;0", "children": []}, {"name": null, "role": "AXStaticText", "description": "Convert 'from module import' to 'import module'", "role_description": "text", "value": "Convert 'from module import' to 'import module'", "position": "-391.00;-244.00", "size": "-24;0", "children": []}]}, {"name": null, "role": "AXRow", "description": "Convert 'import module' to 'from module import' checked", "role_description": "row", "value": 0, "position": "-391.00;-244.00", "size": "324;24", "children": [{"name": null, "role": "AXCheckBox", "description": "", "role_description": "checkbox", "value": 1, "position": "-391.00;-244.00", "size": "24;0", "children": []}, {"name": null, "role": "AXStaticText", "description": "Convert 'import module' to 'from module import'", "role_description": "text", "value": "Convert 'import module' to 'from module import'", "position": "-391.00;-244.00", "size": "-24;0", "children": []}]}, {"name": null, "role": "AXRow", "description": "Convert absolute import to relative checked", "role_description": "row", "value": 0, "position": "-391.00;-244.00", "size": "245;24", "children": [{"name": null, "role": "AXCheckBox", "description": "", "role_description": "checkbox", "value": 1, "position": "-391.00;-244.00", "size": "24;0", "children": []}, {"name": null, "role": "AXStaticText", "description": "Convert absolute import to relative", "role_description": "text", "value": "Convert absolute import to relative", "position": "-391.00;-244.00", "size": "-24;0", "children": []}]}, {"name": null, "role": "AXRow", "description": "Convert collection to list checked", "role_description": "row", "value": 0, "position": "-391.00;-244.00", "size": "180;24", "children": [{"name": null, "role": "AXCheckBox", "description": "", "role_description": "checkbox", "value": 1, "position": "-391.00;-244.00", "size": "24;0", "children": []}, {"name": null, "role": "AXStaticText", "description": "Convert collection to list", "role_description": "text", "value": "Convert collection to list", "position": "-391.00;-244.00", "size": "-24;0", "children": []}]}, {"name": null, "role": "AXRow", "description": "Convert collection to set checked", "role_description": "row", "value": 0, "position": "-391.00;-244.00", "size": "181;24", "children": [{"name": null, "role": "AXCheckBox", "description": "", "role_description": "checkbox", "value": 1, "position": "-391.00;-244.00", "size": "24;0", "children": []}, {"name": null, "role": "AXStaticText", "description": "Convert collection to set", "role_description": "text", "value": "Convert collection to set", "position": "-391.00;-244.00", "size": "-24;0", "children": []}]}, {"name": null, "role": "AXRow", "description": "Convert collection to tuple checked", "role_description": "row", "value": 0, "position": "-391.00;-244.00", "size": "193;24", "children": [{"name": null, "role": "AXCheckBox", "description": "", "role_description": "checkbox", "value": 1, "position": "-391.00;-244.00", "size": "24;0", "children": []}, {"name": null, "role": "AXStaticText", "description": "Convert collection to tuple", "role_description": "text", "value": "Convert collection to tuple", "position": "-391.00;-244.00", "size": "-24;0", "children": []}]}, {"name": null, "role": "AXRow", "description": "Convert dict constructor to dict literal checked", "role_description": "row", "value": 0, "position": "-391.00;-244.00", "size": "262;24", "children": [{"name": null, "role": "AXCheckBox", "description": "", "role_description": "checkbox", "value": 1, "position": "-391.00;-244.00", "size": "24;0", "children": []}, {"name": null, "role": "AXStaticText", "description": "Convert dict constructor to dict literal", "role_description": "text", "value": "Convert dict constructor to dict literal", "position": "-391.00;-244.00", "size": "-24;0", "children": []}]}, {"name": null, "role": "AXRow", "description": "Convert dict literal to dict constructor checked", "role_description": "row", "value": 0, "position": "-391.00;-244.00", "size": "262;24", "children": [{"name": null, "role": "AXCheckBox", "description": "", "role_description": "checkbox", "value": 1, "position": "-391.00;-244.00", "size": "24;0", "children": []}, {"name": null, "role": "AXStaticText", "description": "Convert dict literal to dict constructor", "role_description": "text", "value": "Convert dict literal to dict constructor", "position": "-391.00;-244.00", "size": "-24;0", "children": []}]}, {"name": null, "role": "AXRow", "description": "Convert format operator to 'str.format' method call checked", "role_description": "row", "value": 0, "position": "-391.00;-244.00", "size": "342;24", "children": [{"name": null, "role": "AXCheckBox", "description": "", "role_description": "checkbox", "value": 1, "position": "-391.00;-244.00", "size": "24;0", "children": []}, {"name": null, "role": "AXStaticText", "description": "Convert format operator to 'str.format' method call", "role_description": "text", "value": "Convert format operator to 'str.format' method call", "position": "-391.00;-244.00", "size": "-24;0", "children": []}]}, {"name": null, "role": "AXRow", "description": "Convert lambda to function checked", "role_description": "row", "value": 0, "position": "-391.00;-244.00", "size": "199;24", "children": [{"name": null, "role": "AXCheckBox", "description": "", "role_description": "checkbox", "value": 1, "position": "-391.00;-244.00", "size": "24;0", "children": []}, {"name": null, "role": "AXStaticText", "description": "Convert lambda to function", "role_description": "text", "value": "Convert lambda to function", "position": "-391.00;-244.00", "size": "-24;0", "children": []}]}, {"name": null, "role": "AXRow", "description": "Convert list comprehensions to 'for' loop checked", "role_description": "row", "value": 0, "position": "-391.00;-244.00", "size": "279;24", "children": [{"name": null, "role": "AXCheckBox", "description": "", "role_description": "checkbox", "value": 1, "position": "-391.00;-244.00", "size": "24;0", "children": []}, {"name": null, "role": "AXStaticText", "description": "Convert list comprehensions to 'for' loop", "role_description": "text", "value": "Convert list comprehensions to 'for' loop", "position": "-391.00;-244.00", "size": "-24;0", "children": []}]}, {"name": null, "role": "AXRow", "description": "Convert method to property checked", "role_description": "row", "value": 0, "position": "-391.00;-244.00", "size": "203;24", "children": [{"name": null, "role": "AXCheckBox", "description": "", "role_description": "checkbox", "value": 1, "position": "-391.00;-244.00", "size": "24;0", "children": []}, {"name": null, "role": "AXStaticText", "description": "Convert method to property", "role_description": "text", "value": "Convert method to property", "position": "-391.00;-244.00", "size": "-24;0", "children": []}]}, {"name": null, "role": "AXRow", "description": "Convert relative import to absolute checked", "role_description": "row", "value": 0, "position": "-391.00;-244.00", "size": "245;24", "children": [{"name": null, "role": "AXCheckBox", "description": "", "role_description": "checkbox", "value": 1, "position": "-391.00;-244.00", "size": "24;0", "children": []}, {"name": null, "role": "AXStaticText", "description": "Convert relative import to absolute", "role_description": "text", "value": "Convert relative import to absolute", "position": "-391.00;-244.00", "size": "-24;0", "children": []}]}, {"name": null, "role": "AXRow", "description": "Convert single-quoted to double-quoted strings and vice versa checked", "role_description": "row", "value": 0, "position": "-391.00;-244.00", "size": "419;24", "children": [{"name": null, "role": "AXCheckBox", "description": "", "role_description": "checkbox", "value": 1, "position": "-391.00;-244.00", "size": "24;0", "children": []}, {"name": null, "role": "AXStaticText", "description": "Convert single-quoted to double-quoted strings and vice versa", "role_description": "text", "value": "Convert single-quoted to double-quoted strings and vice versa", "position": "-391.00;-244.00", "size": "-24;0", "children": []}]}, {"name": null, "role": "AXRow", "description": "Convert static method to function checked", "role_description": "row", "value": 0, "position": "-391.00;-244.00", "size": "238;24", "children": [{"name": null, "role": "AXCheckBox", "description": "", "role_description": "checkbox", "value": 1, "position": "-391.00;-244.00", "size": "24;0", "children": []}, {"name": null, "role": "AXStaticText", "description": "Convert static method to function", "role_description": "text", "value": "Convert static method to function", "position": "-391.00;-244.00", "size": "-24;0", "children": []}]}, {"name": null, "role": "AXRow", "description": "Convert to f-string literal checked", "role_description": "row", "value": 0, "position": "-391.00;-244.00", "size": "183;24", "children": [{"name": null, "role": "AXCheckBox", "description": "", "role_description": "checkbox", "value": 1, "position": "-391.00;-244.00", "size": "24;0", "children": []}, {"name": null, "role": "AXStaticText", "description": "Convert to f-string literal", "role_description": "text", "value": "Convert to f-string literal", "position": "-391.00;-244.00", "size": "-24;0", "children": []}]}, {"name": null, "role": "AXRow", "description": "Convert triple-quoted string to single-quoted string checked", "role_description": "row", "value": 0, "position": "-391.00;-244.00", "size": "347;24", "children": [{"name": null, "role": "AXCheckBox", "description": "", "role_description": "checkbox", "value": 1, "position": "-391.00;-244.00", "size": "24;0", "children": []}, {"name": null, "role": "AXStaticText", "description": "Convert triple-quoted string to single-quoted string", "role_description": "text", "value": "Convert triple-quoted string to single-quoted string", "position": "-391.00;-244.00", "size": "-24;0", "children": []}]}, {"name": null, "role": "AXRow", "description": "Convert type comment to variable annotation checked", "role_description": "row", "value": 0, "position": "-391.00;-244.00", "size": "310;24", "children": [{"name": null, "role": "AXCheckBox", "description": "", "role_description": "checkbox", "value": 1, "position": "-391.00;-244.00", "size": "24;0", "children": []}, {"name": null, "role": "AXStaticText", "description": "Convert type comment to variable annotation", "role_description": "text", "value": "Convert type comment to variable annotation", "position": "-391.00;-244.00", "size": "-24;0", "children": []}]}, {"name": null, "role": "AXRow", "description": "Convert variadic parameters to normal checked", "role_description": "row", "value": 0, "position": "-391.00;-244.00", "size": "267;24", "children": [{"name": null, "role": "AXCheckBox", "description": "", "role_description": "checkbox", "value": 1, "position": "-391.00;-244.00", "size": "24;0", "children": []}, {"name": null, "role": "AXStaticText", "description": "Convert variadic parameters to normal", "role_description": "text", "value": "Convert variadic parameters to normal", "position": "-391.00;-244.00", "size": "-24;0", "children": []}]}, {"name": null, "role": "AXRow", "description": "De Morgan's law checked", "role_description": "row", "value": 0, "position": "-391.00;-244.00", "size": "132;24", "children": [{"name": null, "role": "AXCheckBox", "description": "", "role_description": "checkbox", "value": 1, "position": "-391.00;-244.00", "size": "24;0", "children": []}, {"name": null, "role": "AXStaticText", "description": "De Morgan's law", "role_description": "text", "value": "De Morgan's law", "position": "-391.00;-244.00", "size": "-24;0", "children": []}]}, {"name": null, "role": "AXRow", "description": "Flip comparison checked", "role_description": "row", "value": 0, "position": "-391.00;-244.00", "size": "128;24", "children": [{"name": null, "role": "AXCheckBox", "description": "", "role_description": "checkbox", "value": 1, "position": "-391.00;-244.00", "size": "24;0", "children": []}, {"name": null, "role": "AXStaticText", "description": "Flip comparison", "role_description": "text", "value": "Flip comparison", "position": "-391.00;-244.00", "size": "-24;0", "children": []}]}, {"name": null, "role": "AXRow", "description": "Hide type annotations checked", "role_description": "row", "value": 0, "position": "-391.00;-244.00", "size": "166;24", "children": [{"name": null, "role": "AXCheckBox", "description": "", "role_description": "checkbox", "value": 1, "position": "-391.00;-244.00", "size": "24;0", "children": []}, {"name": null, "role": "AXStaticText", "description": "Hide type annotations", "role_description": "text", "value": "Hide type annotations", "position": "-391.00;-244.00", "size": "-24;0", "children": []}]}, {"name": null, "role": "AXRow", "description": "Insert docstring stub checked", "role_description": "row", "value": 0, "position": "-391.00;-244.00", "size": "158;24", "children": [{"name": null, "role": "AXCheckBox", "description": "", "role_description": "checkbox", "value": 1, "position": "-391.00;-244.00", "size": "24;0", "children": []}, {"name": null, "role": "AXStaticText", "description": "Insert docstring stub", "role_description": "text", "value": "Insert docstring stub", "position": "-391.00;-244.00", "size": "-24;0", "children": []}]}, {"name": null, "role": "AXRow", "description": "Insert type assertion checked", "role_description": "row", "value": 0, "position": "-391.00;-244.00", "size": "157;24", "children": [{"name": null, "role": "AXCheckBox", "description": "", "role_description": "checkbox", "value": 1, "position": "-391.00;-244.00", "size": "24;0", "children": []}, {"name": null, "role": "AXStaticText", "description": "Insert type assertion", "role_description": "text", "value": "Insert type assertion", "position": "-391.00;-244.00", "size": "-24;0", "children": []}]}, {"name": null, "role": "AXRow", "description": "Invert 'if' condition checked", "role_description": "row", "value": 0, "position": "-391.00;-244.00", "size": "144;24", "children": [{"name": null, "role": "AXCheckBox", "description": "", "role_description": "checkbox", "value": 1, "position": "-391.00;-244.00", "size": "24;0", "children": []}, {"name": null, "role": "AXStaticText", "description": "Invert 'if' condition", "role_description": "text", "value": "Invert 'if' condition", "position": "-391.00;-244.00", "size": "-24;0", "children": []}]}, {"name": null, "role": "AXRow", "description": "Join 'if' statements checked", "role_description": "row", "value": 0, "position": "-391.00;-244.00", "size": "146;24", "children": [{"name": null, "role": "AXCheckBox", "description": "", "role_description": "checkbox", "value": 1, "position": "-391.00;-244.00", "size": "24;0", "children": []}, {"name": null, "role": "AXStaticText", "description": "Join 'if' statements", "role_description": "text", "value": "Join 'if' statements", "position": "-391.00;-244.00", "size": "-24;0", "children": []}]}, {"name": null, "role": "AXRow", "description": "Negate comparison checked", "role_description": "row", "value": 0, "position": "-391.00;-244.00", "size": "151;24", "children": [{"name": null, "role": "AXCheckBox", "description": "", "role_description": "checkbox", "value": 1, "position": "-391.00;-244.00", "size": "24;0", "children": []}, {"name": null, "role": "AXStaticText", "description": "Negate comparison", "role_description": "text", "value": "Negate comparison", "position": "-391.00;-244.00", "size": "-24;0", "children": []}]}, {"name": null, "role": "AXRow", "description": "Replace string concatenation with 'str.format' checked", "role_description": "row", "value": 0, "position": "-391.00;-244.00", "size": "309;24", "children": [{"name": null, "role": "AXCheckBox", "description": "", "role_description": "checkbox", "value": 1, "position": "-391.00;-244.00", "size": "24;0", "children": []}, {"name": null, "role": "AXStaticText", "description": "Replace string concatenation with 'str.format'", "role_description": "text", "value": "Replace string concatenation with 'str.format'", "position": "-391.00;-244.00", "size": "-24;0", "children": []}]}, {"name": null, "role": "AXRow", "description": "Specify type for reference in docstring checked", "role_description": "row", "value": 0, "position": "-391.00;-244.00", "size": "268;24", "children": [{"name": null, "role": "AXCheckBox", "description": "", "role_description": "checkbox", "value": 1, "position": "-391.00;-244.00", "size": "24;0", "children": []}, {"name": null, "role": "AXStaticText", "description": "Specify type for reference in docstring", "role_description": "text", "value": "Specify type for reference in docstring", "position": "-391.00;-244.00", "size": "-24;0", "children": []}]}, {"name": null, "role": "AXRow", "description": "Specify type for reference using annotation checked", "role_description": "row", "value": 0, "position": "-391.00;-244.00", "size": "298;24", "children": [{"name": null, "role": "AXCheckBox", "description": "", "role_description": "checkbox", "value": 1, "position": "-391.00;-244.00", "size": "24;0", "children": []}, {"name": null, "role": "AXStaticText", "description": "Specify type for reference using annotation", "role_description": "text", "value": "Specify type for reference using annotation", "position": "-391.00;-244.00", "size": "-24;0", "children": []}]}, {"name": null, "role": "AXRow", "description": "Split 'if' statement checked", "role_description": "row", "value": 0, "position": "-391.00;-244.00", "size": "141;24", "children": [{"name": null, "role": "AXCheckBox", "description": "", "role_description": "checkbox", "value": 1, "position": "-391.00;-244.00", "size": "24;0", "children": []}, {"name": null, "role": "AXStaticText", "description": "Split 'if' statement", "role_description": "text", "value": "Split 'if' statement", "position": "-391.00;-244.00", "size": "-24;0", "children": []}]}, {"name": null, "role": "AXRow", "description": "Switch using import aliases checked", "role_description": "row", "value": 0, "position": "-391.00;-244.00", "size": "198;24", "children": [{"name": null, "role": "AXCheckBox", "description": "", "role_description": "checkbox", "value": 1, "position": "-391.00;-244.00", "size": "24;0", "children": []}, {"name": null, "role": "AXStaticText", "description": "Switch using import aliases", "role_description": "text", "value": "Switch using import aliases", "position": "-391.00;-244.00", "size": "-24;0", "children": []}]}, {"name": null, "role": "AXRow", "description": "Transform conditional expressions into 'if/else' statements checked", "role_description": "row", "value": 0, "position": "-391.00;-244.00", "size": "389;24", "children": [{"name": null, "role": "AXCheckBox", "description": "", "role_description": "checkbox", "value": 1, "position": "-391.00;-244.00", "size": "24;0", "children": []}, {"name": null, "role": "AXStaticText", "description": "Transform conditional expressions into 'if/else' statements", "role_description": "text", "value": "Transform conditional expressions into 'if/else' statements", "position": "-391.00;-244.00", "size": "-24;0", "children": []}]}, {"name": null, "role": "AXRow", "description": "Transform explicit iterations with 'yield' into 'yield from' expressions checked", "role_description": "row", "value": 0, "position": "-391.00;-244.00", "size": "446;24", "children": [{"name": null, "role": "AXCheckBox", "description": "", "role_description": "checkbox", "value": 1, "position": "-391.00;-244.00", "size": "24;0", "children": []}, {"name": null, "role": "AXStaticText", "description": "Transform explicit iterations with 'yield' into 'yield from' expressions", "role_description": "text", "value": "Transform explicit iterations with 'yield' into 'yield from' expressions", "position": "-391.00;-244.00", "size": "-24;0", "children": []}]}, {"name": null, "role": "AXRow", "description": "Qodana configuration checked", "role_description": "row", "value": 0, "position": "-391.00;-244.00", "size": "167;24", "children": [{"name": null, "role": "AXCheckBox", "description": "", "role_description": "checkbox", "value": 1, "position": "-391.00;-244.00", "size": "24;0", "children": []}, {"name": null, "role": "AXStaticText", "description": "Qodana configuration", "role_description": "text", "value": "Qodana configuration", "position": "-391.00;-244.00", "size": "-24;0", "children": []}]}, {"name": null, "role": "AXRow", "description": "Qodana configuration checked", "role_description": "row", "value": 0, "position": "-391.00;-244.00", "size": "163;24", "children": [{"name": null, "role": "AXCheckBox", "description": "", "role_description": "checkbox", "value": 1, "position": "-391.00;-244.00", "size": "24;0", "children": []}, {"name": null, "role": "AXStaticText", "description": "Qodana configuration", "role_description": "text", "value": "Qodana configuration", "position": "-391.00;-244.00", "size": "-24;0", "children": []}]}, {"name": null, "role": "AXRow", "description": "RegExp checked", "role_description": "row", "value": 0, "position": "-391.00;-244.00", "size": "78;24", "children": [{"name": null, "role": "AXCheckBox", "description": "", "role_description": "checkbox", "value": 1, "position": "-391.00;-244.00", "size": "24;0", "children": []}, {"name": null, "role": "AXStaticText", "description": "RegExp", "role_description": "text", "value": "RegExp", "position": "-391.00;-244.00", "size": "-24;0", "children": []}]}, {"name": null, "role": "AXRow", "description": "Check RegExp checked", "role_description": "row", "value": 0, "position": "-391.00;-244.00", "size": "120;24", "children": [{"name": null, "role": "AXCheckBox", "description": "", "role_description": "checkbox", "value": 1, "position": "-391.00;-244.00", "size": "24;0", "children": []}, {"name": null, "role": "AXStaticText", "description": "Check RegExp", "role_description": "text", "value": "Check RegExp", "position": "-391.00;-244.00", "size": "-24;0", "children": []}]}, {"name": null, "role": "AXRow", "description": "Shell script checked", "role_description": "row", "value": 0, "position": "-391.00;-244.00", "size": "101;24", "children": [{"name": null, "role": "AXCheckBox", "description": "", "role_description": "checkbox", "value": 1, "position": "-391.00;-244.00", "size": "24;0", "children": []}, {"name": null, "role": "AXStaticText", "description": "Shell script", "role_description": "text", "value": "Shell script", "position": "-391.00;-244.00", "size": "-24;0", "children": []}]}, {"name": null, "role": "AXRow", "description": "Explain shell checked", "role_description": "row", "value": 0, "position": "-391.00;-244.00", "size": "106;24", "children": [{"name": null, "role": "AXCheckBox", "description": "", "role_description": "checkbox", "value": 1, "position": "-391.00;-244.00", "size": "24;0", "children": []}, {"name": null, "role": "AXStaticText", "description": "Explain shell", "role_description": "text", "value": "Explain shell", "position": "-391.00;-244.00", "size": "-24;0", "children": []}]}, {"name": null, "role": "AXRow", "description": "Rename all occurrences checked", "role_description": "row", "value": 0, "position": "-391.00;-244.00", "size": "177;24", "children": [{"name": null, "role": "AXCheckBox", "description": "", "role_description": "checkbox", "value": 1, "position": "-391.00;-244.00", "size": "24;0", "children": []}, {"name": null, "role": "AXStaticText", "description": "Rename all occurrences", "role_description": "text", "value": "Rename all occurrences", "position": "-391.00;-244.00", "size": "-24;0", "children": []}]}, {"name": null, "role": "AXRow", "description": "TOML checked", "role_description": "row", "value": 0, "position": "-391.00;-244.00", "size": "68;24", "children": [{"name": null, "role": "AXCheckBox", "description": "", "role_description": "checkbox", "value": 1, "position": "-391.00;-244.00", "size": "24;0", "children": []}, {"name": null, "role": "AXStaticText", "description": "TOML", "role_description": "text", "value": "TOML", "position": "-391.00;-244.00", "size": "-24;0", "children": []}]}, {"name": null, "role": "AXRow", "description": "Expand into separate table checked", "role_description": "row", "value": 0, "position": "-391.00;-244.00", "size": "195;24", "children": [{"name": null, "role": "AXCheckBox", "description": "", "role_description": "checkbox", "value": 1, "position": "-391.00;-244.00", "size": "24;0", "children": []}, {"name": null, "role": "AXStaticText", "description": "Expand into separate table", "role_description": "text", "value": "Expand into separate table", "position": "-391.00;-244.00", "size": "-24;0", "children": []}]}, {"name": null, "role": "AXRow", "description": "XML checked", "role_description": "row", "value": 0, "position": "-391.00;-244.00", "size": "59;24", "children": [{"name": null, "role": "AXCheckBox", "description": "", "role_description": "checkbox", "value": 1, "position": "-391.00;-244.00", "size": "24;0", "children": []}, {"name": null, "role": "AXStaticText", "description": "XML", "role_description": "text", "value": "XML", "position": "-391.00;-244.00", "size": "-24;0", "children": []}]}, {"name": null, "role": "AXRow", "description": "Add 'xsi:schemaLocation' attribute checked", "role_description": "row", "value": 0, "position": "-391.00;-244.00", "size": "242;24", "children": [{"name": null, "role": "AXCheckBox", "description": "", "role_description": "checkbox", "value": 1, "position": "-391.00;-244.00", "size": "24;0", "children": []}, {"name": null, "role": "AXStaticText", "description": "Add 'xsi:schemaLocation' attribute", "role_description": "text", "value": "Add 'xsi:schemaLocation' attribute", "position": "-391.00;-244.00", "size": "-24;0", "children": []}]}, {"name": null, "role": "AXRow", "description": "Choose color checked", "role_description": "row", "value": 0, "position": "-391.00;-244.00", "size": "112;24", "children": [{"name": null, "role": "AXCheckBox", "description": "", "role_description": "checkbox", "value": 1, "position": "-391.00;-244.00", "size": "24;0", "children": []}, {"name": null, "role": "AXStaticText", "description": "Choose color", "role_description": "text", "value": "Choose color", "position": "-391.00;-244.00", "size": "-24;0", "children": []}]}, {"name": null, "role": "AXRow", "description": "Collapse empty tag checked", "role_description": "row", "value": 0, "position": "-391.00;-244.00", "size": "150;24", "children": [{"name": null, "role": "AXCheckBox", "description": "", "role_description": "checkbox", "value": 1, "position": "-391.00;-244.00", "size": "24;0", "children": []}, {"name": null, "role": "AXStaticText", "description": "Collapse empty tag", "role_description": "text", "value": "Collapse empty tag", "position": "-391.00;-244.00", "size": "-24;0", "children": []}]}, {"name": null, "role": "AXRow", "description": "Convert CDATA to text checked", "role_description": "row", "value": 0, "position": "-391.00;-244.00", "size": "172;24", "children": [{"name": null, "role": "AXCheckBox", "description": "", "role_description": "checkbox", "value": 1, "position": "-391.00;-244.00", "size": "24;0", "children": []}, {"name": null, "role": "AXStaticText", "description": "Convert CDATA to text", "role_description": "text", "value": "Convert CDATA to text", "position": "-391.00;-244.00", "size": "-24;0", "children": []}]}, {"name": null, "role": "AXRow", "description": "Convert text to CDATA checked", "role_description": "row", "value": 0, "position": "-391.00;-244.00", "size": "172;24", "children": [{"name": null, "role": "AXCheckBox", "description": "", "role_description": "checkbox", "value": 1, "position": "-391.00;-244.00", "size": "24;0", "children": []}, {"name": null, "role": "AXStaticText", "description": "Convert text to CDATA", "role_description": "text", "value": "Convert text to CDATA", "position": "-391.00;-244.00", "size": "-24;0", "children": []}]}, {"name": null, "role": "AXRow", "description": "Fetch external resource checked", "role_description": "row", "value": 0, "position": "-391.00;-244.00", "size": "177;24", "children": [{"name": null, "role": "AXCheckBox", "description": "", "role_description": "checkbox", "value": 1, "position": "-391.00;-244.00", "size": "24;0", "children": []}, {"name": null, "role": "AXStaticText", "description": "Fetch external resource", "role_description": "text", "value": "Fetch external resource", "position": "-391.00;-244.00", "size": "-24;0", "children": []}]}, {"name": null, "role": "AXRow", "description": "Insert namespace prefix checked", "role_description": "row", "value": 0, "position": "-391.00;-244.00", "size": "179;24", "children": [{"name": null, "role": "AXCheckBox", "description": "", "role_description": "checkbox", "value": 1, "position": "-391.00;-244.00", "size": "24;0", "children": []}, {"name": null, "role": "AXStaticText", "description": "Insert namespace prefix", "role_description": "text", "value": "Insert namespace prefix", "position": "-391.00;-244.00", "size": "-24;0", "children": []}]}, {"name": null, "role": "AXRow", "description": "Manually set up external resource checked", "role_description": "row", "value": 0, "position": "-391.00;-244.00", "size": "238;24", "children": [{"name": null, "role": "AXCheckBox", "description": "", "role_description": "checkbox", "value": 1, "position": "-391.00;-244.00", "size": "24;0", "children": []}, {"name": null, "role": "AXStaticText", "description": "Manually set up external resource", "role_description": "text", "value": "Manually set up external resource", "position": "-391.00;-244.00", "size": "-24;0", "children": []}]}, {"name": null, "role": "AXRow", "description": "Rearrange tag attributes checked", "role_description": "row", "value": 0, "position": "-391.00;-244.00", "size": "181;24", "children": [{"name": null, "role": "AXCheckBox", "description": "", "role_description": "checkbox", "value": 1, "position": "-391.00;-244.00", "size": "24;0", "children": []}, {"name": null, "role": "AXStaticText", "description": "Rearrange tag attributes", "role_description": "text", "value": "Rearrange tag attributes", "position": "-391.00;-244.00", "size": "-24;0", "children": []}]}, {"name": null, "role": "AXRow", "description": "Remove attribute checked", "role_description": "row", "value": 0, "position": "-391.00;-244.00", "size": "137;24", "children": [{"name": null, "role": "AXCheckBox", "description": "", "role_description": "checkbox", "value": 1, "position": "-391.00;-244.00", "size": "24;0", "children": []}, {"name": null, "role": "AXStaticText", "description": "Remove attribute", "role_description": "text", "value": "Remove attribute", "position": "-391.00;-244.00", "size": "-24;0", "children": []}]}, {"name": null, "role": "AXRow", "description": "Remove tag (preserves children) checked", "role_description": "row", "value": 0, "position": "-391.00;-244.00", "size": "231;24", "children": [{"name": null, "role": "AXCheckBox", "description": "", "role_description": "checkbox", "value": 1, "position": "-391.00;-244.00", "size": "24;0", "children": []}, {"name": null, "role": "AXStaticText", "description": "Remove tag (preserves children)", "role_description": "text", "value": "Remove tag (preserves children)", "position": "-391.00;-244.00", "size": "-24;0", "children": []}]}, {"name": null, "role": "AXRow", "description": "Reset to default namespace checked", "role_description": "row", "value": 0, "position": "-391.00;-244.00", "size": "203;24", "children": [{"name": null, "role": "AXCheckBox", "description": "", "role_description": "checkbox", "value": 1, "position": "-391.00;-244.00", "size": "24;0", "children": []}, {"name": null, "role": "AXStaticText", "description": "Reset to default namespace", "role_description": "text", "value": "Reset to default namespace", "position": "-391.00;-244.00", "size": "-24;0", "children": []}]}, {"name": null, "role": "AXRow", "description": "Split current tag checked", "role_description": "row", "value": 0, "position": "-391.00;-244.00", "size": "129;24", "children": [{"name": null, "role": "AXCheckBox", "description": "", "role_description": "checkbox", "value": 1, "position": "-391.00;-244.00", "size": "24;0", "children": []}, {"name": null, "role": "AXStaticText", "description": "Split current tag", "role_description": "text", "value": "Split current tag", "position": "-391.00;-244.00", "size": "-24;0", "children": []}]}, {"name": null, "role": "AXRow", "description": "YAML checked", "role_description": "row", "value": 0, "position": "-391.00;-244.00", "size": "68;24", "children": [{"name": null, "role": "AXCheckBox", "description": "", "role_description": "checkbox", "value": 1, "position": "-391.00;-244.00", "size": "24;0", "children": []}, {"name": null, "role": "AXStaticText", "description": "YAML", "role_description": "text", "value": "YAML", "position": "-391.00;-244.00", "size": "-24;0", "children": []}]}, {"name": null, "role": "AXRow", "description": "Expand all collections inside checked", "role_description": "row", "value": 0, "position": "-391.00;-244.00", "size": "203;24", "children": [{"name": null, "role": "AXCheckBox", "description": "", "role_description": "checkbox", "value": 1, "position": "-391.00;-244.00", "size": "24;0", "children": []}, {"name": null, "role": "AXStaticText", "description": "Expand all collections inside", "role_description": "text", "value": "Expand all collections inside", "position": "-391.00;-244.00", "size": "-24;0", "children": []}]}, {"name": null, "role": "AXRow", "description": "Expand collection checked", "role_description": "row", "value": 0, "position": "-391.00;-244.00", "size": "139;24", "children": [{"name": null, "role": "AXCheckBox", "description": "", "role_description": "checkbox", "value": 1, "position": "-391.00;-244.00", "size": "24;0", "children": []}, {"name": null, "role": "AXStaticText", "description": "Expand collection", "role_description": "text", "value": "Expand collection", "position": "-391.00;-244.00", "size": "-24;0", "children": []}]}, {"name": null, "role": "AXRow", "description": "Inline collection checked", "role_description": "row", "value": 0, "position": "-391.00;-244.00", "size": "126;24", "children": [{"name": null, "role": "AXCheckBox", "description": "", "role_description": "checkbox", "value": 1, "position": "-391.00;-244.00", "size": "24;0", "children": []}, {"name": null, "role": "AXStaticText", "description": "Inline collection", "role_description": "text", "value": "Inline collection", "position": "-391.00;-244.00", "size": "-24;0", "children": []}]}, {"name": null, "role": "AXRow", "description": "Missing optional properties checked", "role_description": "row", "value": 0, "position": "-391.00;-244.00", "size": "197;24", "children": [{"name": null, "role": "AXCheckBox", "description": "", "role_description": "checkbox", "value": 1, "position": "-391.00;-244.00", "size": "24;0", "children": []}, {"name": null, "role": "AXStaticText", "description": "Missing optional properties", "role_description": "text", "value": "Missing optional properties", "position": "-391.00;-244.00", "size": "-24;0", "children": []}]}]}]}, {"name": null, "role": "AXScrollArea", "description": null, "role_description": "scroll area", "value": 0, "position": "-391.00;-244.00", "size": "355;145", "children": [{"name": null, "role": "AXTextField", "description": "text/html", "role_description": "text field", "value": "\nYou have selected the intention category AI Assistant. By clicking the checkbox, you can enable/ disable all intentions in this category. To enable/ disable a particular intention, select the intention inside this category.", "position": "-391.00;-244.00", "size": "355;145", "children": [{"name": null, "role": "AXTextField", "description": "text/html", "role_description": "text field", "value": null, "position": "-391.00;-244.00", "size": "0;0", "children": []}, {"name": null, "role": "AXTextField", "description": "text/html", "role_description": "text field", "value": null, "position": "-391.00;-244.00", "size": "257;17", "children": []}, {"name": null, "role": "AXTextField", "description": "text/html", "role_description": "text field", "value": null, "position": "-391.00;-244.00", "size": "76;17", "children": []}, {"name": null, "role": "AXTextField", "description": "text/html", "role_description": "text field", "value": null, "position": "-391.00;-244.00", "size": "4;17", "children": []}, {"name": null, "role": "AXTextField", "description": "text/html", "role_description": "text field", "value": null, "position": "-391.00;-244.00", "size": "258;17", "children": []}, {"name": null, "role": "AXTextField", "description": "text/html", "role_description": "text field", "value": null, "position": "-391.00;-244.00", "size": "323;34", "children": []}, {"name": null, "role": "AXTextField", "description": "text/html", "role_description": "text field", "value": null, "position": "-391.00;-244.00", "size": "66;17", "children": []}, {"name": null, "role": "AXTextField", "description": "text/html", "role_description": "text field", "value": null, "position": "-391.00;-244.00", "size": "312;34", "children": []}, {"name": null, "role": "AXTextField", "description": "text/html", "role_description": "text field", "value": null, "position": "-391.00;-244.00", "size": "0;17", "children": []}]}, {"name": null, "role": "AXScrollBar", "description": null, "role_description": "scroll bar", "value": 0, "position": "-391.00;-244.00", "size": "0;0", "children": []}, {"name": null, "role": "AXScrollBar", "description": null, "role_description": "scroll bar", "value": 0, "position": "-391.00;-244.00", "size": "0;0", "children": []}]}, {"name": null, "role": "AXStaticText", "description": "Before:", "role_description": "text", "value": "Before:", "position": "-391.00;-244.00", "size": "44;17", "children": []}, {"name": null, "role": "AXScrollArea", "description": null, "role_description": "scroll area", "value": 0, "position": "-391.00;-244.00", "size": "355;184", "children": [{"name": null, "role": "AXScrollBar", "description": null, "role_description": "scroll bar", "value": 0, "position": "-391.00;-244.00", "size": "14;182", "children": []}, {"name": null, "role": "AXScrollBar", "description": null, "role_description": "scroll bar", "value": 0, "position": "-391.00;-244.00", "size": "315;14", "children": []}, {"name": null, "role": "AXGroup", "description": "", "role_description": "group", "value": 0, "position": "-391.00;-244.00", "size": "0;0", "children": []}, {"name": null, "role": "AXStaticText", "description": "", "role_description": "text", "value": "", "position": "-391.00;-244.00", "size": "0;0", "children": []}, {"name": null, "role": "AXGroup", "description": null, "role_description": "group", "value": 0, "position": "-391.00;-244.00", "size": "24;182", "children": []}, {"name": null, "role": "AXTextArea", "description": "Editor", "role_description": "text entry area", "value": "The sample code featuring the selected intention will be shown here. \nFlashing rectangle shows the place where intention is applicable.", "position": "-391.00;-244.00", "size": "538;182", "children": []}]}, {"name": null, "role": "AXStaticText", "description": "", "role_description": "text", "value": "", "position": "-391.00;-244.00", "size": "0;0", "children": [{"name": null, "role": "AXStaticText", "description": null, "role_description": "text", "value": null, "position": "-391.00;-244.00", "size": "0;0", "children": []}, {"name": null, "role": "AXTextField", "description": "text/html", "role_description": "text field", "value": "", "position": "-391.00;-244.00", "size": "0;0", "children": [{"name": null, "role": "AXTextField", "description": "text/html", "role_description": "text field", "value": null, "position": "-391.00;-244.00", "size": "0;0", "children": []}]}]}, {"name": null, "role": "AXStaticText", "description": "After:", "role_description": "text", "value": "After:", "position": "-391.00;-244.00", "size": "34;17", "children": []}, {"name": null, "role": "AXScrollArea", "description": null, "role_description": "scroll area", "value": 0, "position": "-391.00;-244.00", "size": "355;184", "children": [{"name": null, "role": "AXScrollBar", "description": null, "role_description": "scroll bar", "value": 0, "position": "-391.00;-244.00", "size": "14;182", "children": []}, {"name": null, "role": "AXScrollBar", "description": null, "role_description": "scroll bar", "value": 0, "position": "-391.00;-244.00", "size": "315;14", "children": []}, {"name": null, "role": "AXGroup", "description": "", "role_description": "group", "value": 0, "position": "-391.00;-244.00", "size": "0;0", "children": []}, {"name": null, "role": "AXStaticText", "description": "", "role_description": "text", "value": "", "position": "-391.00;-244.00", "size": "0;0", "children": []}, {"name": null, "role": "AXGroup", "description": null, "role_description": "group", "value": 0, "position": "-391.00;-244.00", "size": "24;182", "children": []}, {"name": null, "role": "AXTextArea", "description": "Editor", "role_description": "text entry area", "value": "The result of applying the intention will be shown here.", "position": "-391.00;-244.00", "size": "436;182", "children": []}]}, {"name": null, "role": "AXStaticText", "description": "", "role_description": "text", "value": "", "position": "-391.00;-244.00", "size": "0;0", "children": [{"name": null, "role": "AXStaticText", "description": null, "role_description": "text", "value": null, "position": "-391.00;-244.00", "size": "0;0", "children": []}, {"name": null, "role": "AXTextField", "description": "text/html", "role_description": "text field", "value": "", "position": "-391.00;-244.00", "size": "0;0", "children": [{"name": null, "role": "AXTextField", "description": "text/html", "role_description": "text field", "value": null, "position": "-391.00;-244.00", "size": "0;0", "children": []}]}]}, {"name": null, "role": "AXScrollArea", "description": null, "role_description": "scroll area", "value": 0, "position": "-391.00;-244.00", "size": "703;529", "children": [{"name": null, "role": "AXTable", "description": "table", "role_description": "table", "value": 0, "position": "-391.00;-244.00", "size": "703;504", "children": []}, {"name": null, "role": "AXScrollBar", "description": null, "role_description": "scroll bar", "value": 0, "position": "-391.00;-244.00", "size": "0;0", "children": []}, {"name": null, "role": "AXScrollBar", "description": null, "role_description": "scroll bar", "value": 0, "position": "-391.00;-244.00", "size": "0;0", "children": []}, {"name": null, "role": "AXStaticText", "description": " ", "role_description": "text", "value": " ", "position": "-391.00;-244.00", "size": "28;0", "children": []}, {"name": null, "role": "AXStaticText", "description": "Name", "role_description": "text", "value": "Name", "position": "-391.00;-244.00", "size": "437;0", "children": []}, {"name": null, "role": "AXStaticText", "description": "Language", "role_description": "text", "value": "Language", "position": "-391.00;-244.00", "size": "162;0", "children": []}, {"name": null, "role": "AXStaticText", "description": "Scope", "role_description": "text", "value": "Scope", "position": "-391.00;-244.00", "size": "76;0", "children": []}]}, {"name": null, "role": "AXGroup", "description": "Action Toolbar", "role_description": "group", "value": 0, "position": "-391.00;-244.00", "size": "703;24", "children": [{"name": null, "role": "AXButton", "description": "Add", "role_description": "button", "value": null, "position": "-391.00;-244.00", "size": "26;24", "children": []}, {"name": null, "role": "AXButton", "description": "Remove", "role_description": "button", "value": null, "position": "-391.00;-244.00", "size": "26;24", "children": []}, {"name": null, "role": "AXButton", "description": "Edit", "role_description": "button", "value": null, "position": "-391.00;-244.00", "size": "26;24", "children": []}, {"name": null, "role": "AXButton", "description": "Duplicate", "role_description": "button", "value": null, "position": "-391.00;-244.00", "size": "26;24", "children": []}, {"name": null, "role": "AXButton", "description": "Enable Selected Injections", "role_description": "button", "value": null, "position": "-391.00;-244.00", "size": "26;24", "children": []}, {"name": null, "role": "AXButton", "description": "Disable Selected Injections", "role_description": "button", "value": null, "position": "-391.00;-244.00", "size": "26;24", "children": []}, {"name": null, "role": "AXButton", "description": "Move to Project Scope", "role_description": "button", "value": null, "position": "-391.00;-244.00", "size": "26;24", "children": []}, {"name": null, "role": "AXButton", "description": "Import", "role_description": "button", "value": null, "position": "-391.00;-244.00", "size": "26;24", "children": []}, {"name": null, "role": "AXButton", "description": "Export", "role_description": "button", "value": null, "position": "-391.00;-244.00", "size": "26;24", "children": []}]}, {"name": null, "role": "AXStaticText", "description": "no injections configured", "role_description": "text", "value": "no injections configured", "position": "-391.00;-244.00", "size": "705;17", "children": []}, {"name": null, "role": "AXScrollArea", "description": null, "role_description": "scroll area", "value": 0, "position": "-391.00;-244.00", "size": "348;123", "children": [{"name": null, "role": "AXList", "description": "list", "role_description": "list", "value": 0, "position": "-391.00;-244.00", "size": "348;123", "children": [{"name": null, "role": "AXRow", "description": "English (USA)", "role_description": "row", "value": 0, "position": "-391.00;-244.00", "size": "348;27", "children": [{"name": null, "role": "AXStaticText", "description": "English (USA)", "role_description": "text", "value": 0, "position": "-391.00;-244.00", "size": "348;27", "children": []}]}]}, {"name": null, "role": "AXScrollBar", "description": null, "role_description": "scroll bar", "value": 0, "position": "-391.00;-244.00", "size": "0;0", "children": []}, {"name": null, "role": "AXScrollBar", "description": null, "role_description": "scroll bar", "value": 0, "position": "-391.00;-244.00", "size": "0;0", "children": []}]}, {"name": null, "role": "AXGroup", "description": "Action Toolbar", "role_description": "group", "value": 0, "position": "-391.00;-244.00", "size": "348;24", "children": [{"name": null, "role": "AXButton", "description": "Add", "role_description": "button", "value": null, "position": "-391.00;-244.00", "size": "26;24", "children": []}, {"name": null, "role": "AXButton", "description": "Remove", "role_description": "button", "value": null, "position": "-391.00;-244.00", "size": "26;24", "children": []}]}, {"name": null, "role": "AXLink", "description": "Download missing languages", "role_description": "link", "value": null, "position": "-391.00;-244.00", "size": "0;0", "children": []}, {"name": null, "role": "AXLink", "description": "Configure 'Proofreading' inspections...", "role_description": "link", "value": null, "position": "-391.00;-244.00", "size": "238;17", "children": []}, {"name": null, "role": "AXTabGroup", "description": "Rules", "role_description": "tab group", "value": "{\n    \"name\": null,\n    \"role\": \"No role\",\n    \"description\": \"\",\n    \"role_description\": \"\",\n    \"value\": null,\n    \"position\": \"\",\n    \"size\": \"\",\n    \"children\": []\n}", "position": "-391.00;-244.00", "size": "705;573", "children": [{"name": null, "role": "No role", "description": "", "role_description": "", "value": null, "position": "", "size": "", "children": []}, {"name": null, "role": "No role", "description": "", "role_description": "", "value": null, "position": "", "size": "", "children": []}, {"name": null, "role": "No role", "description": "", "role_description": "", "value": null, "position": "", "size": "", "children": []}, {"name": null, "role": "AXGroup", "description": "Action Toolbar", "role_description": "group", "value": 0, "position": "-391.00;-244.00", "size": "66;34", "children": [{"name": null, "role": "AXButton", "description": "Expand All", "role_description": "button", "value": null, "position": "-391.00;-244.00", "size": "26;24", "children": []}, {"name": null, "role": "AXButton", "description": "Collapse All", "role_description": "button", "value": null, "position": "-391.00;-244.00", "size": "26;24", "children": []}]}, {"name": null, "role": "AXTextField", "description": "Message text filter", "role_description": "text field", "value": "", "position": "-391.00;-244.00", "size": "251;34", "children": []}, {"name": null, "role": "AXScrollArea", "description": null, "role_description": "scroll area", "value": 0, "position": "-391.00;-244.00", "size": "317;489", "children": [{"name": null, "role": "AXOutline", "description": "tree", "role_description": "outline", "value": 0, "position": "-391.00;-244.00", "size": "315;487", "children": [{"name": null, "role": "AXRow", "description": "not checked", "role_description": "row", "value": 0, "position": "-391.00;-244.00", "size": "117;24", "children": [{"name": null, "role": "AXCheckBox", "description": "", "role_description": "checkbox", "value": 0, "position": "-391.00;-244.00", "size": "24;24", "children": []}, {"name": null, "role": "AXStaticText", "description": "", "role_description": "text", "value": "", "position": "-391.00;-244.00", "size": "260;24", "children": []}]}]}, {"name": null, "role": "AXScrollBar", "description": null, "role_description": "scroll bar", "value": 0, "position": "-391.00;-244.00", "size": "0;0", "children": []}, {"name": null, "role": "AXScrollBar", "description": null, "role_description": "scroll bar", "value": 0, "position": "-391.00;-244.00", "size": "0;0", "children": []}]}, {"name": null, "role": "AXLink", "description": "Rule description", "role_description": "link", "value": null, "position": "-391.00;-244.00", "size": "99;0", "children": []}, {"name": null, "role": "AXImage", "description": null, "role_description": "image", "value": null, "position": "-391.00;-244.00", "size": "16;0", "children": []}, {"name": null, "role": "AXScrollArea", "description": null, "role_description": "scroll area", "value": 0, "position": "-391.00;-244.00", "size": "368;495", "children": [{"name": null, "role": "AXTextField", "description": "text/html", "role_description": "text field", "value": "\nUse the checkbox to toggle all rules in the English (USA) language", "position": "-391.00;-244.00", "size": "368;495", "children": [{"name": null, "role": "AXTextField", "description": "text/html", "role_description": "text field", "value": null, "position": "-391.00;-244.00", "size": "0;0", "children": []}, {"name": null, "role": "AXTextField", "description": "text/html", "role_description": "text field", "value": null, "position": "-391.00;-244.00", "size": "262;17", "children": []}, {"name": null, "role": "AXTextField", "description": "text/html", "role_description": "text field", "value": null, "position": "-391.00;-244.00", "size": "87;17", "children": []}, {"name": null, "role": "AXTextField", "description": "text/html", "role_description": "text field", "value": null, "position": "-391.00;-244.00", "size": "353;34", "children": []}, {"name": null, "role": "AXTextField", "description": "text/html", "role_description": "text field", "value": null, "position": "-391.00;-244.00", "size": "0;17", "children": []}]}, {"name": null, "role": "AXScrollBar", "description": null, "role_description": "scroll bar", "value": 0, "position": "-391.00;-244.00", "size": "0;0", "children": []}, {"name": null, "role": "AXScrollBar", "description": null, "role_description": "scroll bar", "value": 0, "position": "-391.00;-244.00", "size": "0;0", "children": []}]}]}, {"name": null, "role": "AXScrollArea", "description": null, "role_description": "scroll area", "value": 0, "position": "-391.00;-244.00", "size": "703;84", "children": [{"name": null, "role": "AXTable", "description": "table", "role_description": "table", "value": 0, "position": "-391.00;-244.00", "size": "703;84", "children": [{"name": null, "role": "AXRow", "description": "Application-level dictionary [built-in]", "role_description": "row", "value": 0, "position": "-391.00;-244.00", "size": "703;21", "children": [{"name": null, "role": "AXCell", "description": "Application-level dictionary [built-in]", "role_description": "cell", "value": 0, "position": "-391.00;-244.00", "size": "703;21", "children": [{"name": null, "role": "AXStaticText", "description": "Application-level dictionary [built-in]", "role_description": "text", "value": 0, "position": "-391.00;-244.00", "size": "703;21", "children": []}]}]}, {"name": null, "role": "AXRow", "description": "Project-level dictionary [built-in]", "role_description": "row", "value": 0, "position": "-391.00;-244.00", "size": "703;21", "children": [{"name": null, "role": "AXCell", "description": "Project-level dictionary [built-in]", "role_description": "cell", "value": 0, "position": "-391.00;-244.00", "size": "703;21", "children": [{"name": null, "role": "AXStaticText", "description": "Project-level dictionary [built-in]", "role_description": "text", "value": 0, "position": "-391.00;-244.00", "size": "703;21", "children": []}]}]}]}, {"name": null, "role": "AXScrollBar", "description": null, "role_description": "scroll bar", "value": 0, "position": "-391.00;-244.00", "size": "0;0", "children": []}, {"name": null, "role": "AXScrollBar", "description": null, "role_description": "scroll bar", "value": 0, "position": "-391.00;-244.00", "size": "0;0", "children": []}]}, {"name": null, "role": "AXGroup", "description": "Action Toolbar", "role_description": "group", "value": 0, "position": "-391.00;-244.00", "size": "703;24", "children": [{"name": null, "role": "AXButton", "description": "Add custom dictionaries", "role_description": "button", "value": null, "position": "-391.00;-244.00", "size": "26;24", "children": []}, {"name": null, "role": "AXButton", "description": "Remove custom dictionaries", "role_description": "button", "value": null, "position": "-391.00;-244.00", "size": "26;24", "children": []}, {"name": null, "role": "AXButton", "description": "Edit custom dictionary", "role_description": "button", "value": null, "position": "-391.00;-244.00", "size": "26;24", "children": []}]}, {"name": null, "role": "AXCheckBox", "description": "Use single dictionary for saving words:", "role_description": "checkbox", "value": 1, "position": "-391.00;-244.00", "size": "266;25", "children": []}, {"name": null, "role": "AXPopUpButton", "description": null, "role_description": "pop up button", "value": "application-level", "position": "-391.00;-244.00", "size": "300;34", "children": [{"name": null, "role": "AXPopUpButton", "description": null, "role_description": "pop up button", "value": null, "position": "-391.00;-244.00", "size": "0;0", "children": [{"name": null, "role": "AXMenuItem", "description": null, "role_description": "menu item", "value": null, "position": "-391.00;-244.00", "size": "0;0", "children": [{"name": null, "role": "AXList", "description": "list", "role_description": "list", "value": 0, "position": "-391.00;-244.00", "size": "0;0", "children": [{"name": null, "role": "AXRow", "description": "application-level", "role_description": "row", "value": 0, "position": "-391.00;-244.00", "size": "0;24", "children": [{"name": null, "role": "AXStaticText", "description": "application-level", "role_description": "text", "value": 0, "position": "-391.00;-244.00", "size": "0;24", "children": []}]}, {"name": null, "role": "AXRow", "description": "project-level", "role_description": "row", "value": 0, "position": "-391.00;-244.00", "size": "0;24", "children": [{"name": null, "role": "AXStaticText", "description": "project-level", "role_description": "text", "value": 0, "position": "-391.00;-244.00", "size": "0;24", "children": []}]}]}, {"name": null, "role": "AXScrollBar", "description": null, "role_description": "scroll bar", "value": 0, "position": "-391.00;-244.00", "size": "0;0", "children": []}]}]}]}, {"name": null, "role": "AXScrollArea", "description": null, "role_description": "scroll area", "value": 0, "position": "-391.00;-244.00", "size": "703;212", "children": [{"name": null, "role": "AXList", "description": "list", "role_description": "list", "value": 0, "position": "-391.00;-244.00", "size": "703;212", "children": []}, {"name": null, "role": "AXScrollBar", "description": null, "role_description": "scroll bar", "value": 0, "position": "-391.00;-244.00", "size": "0;0", "children": []}, {"name": null, "role": "AXScrollBar", "description": null, "role_description": "scroll bar", "value": 0, "position": "-391.00;-244.00", "size": "0;0", "children": []}]}, {"name": null, "role": "AXGroup", "description": "Action Toolbar", "role_description": "group", "value": 0, "position": "-391.00;-244.00", "size": "703;24", "children": [{"name": null, "role": "AXButton", "description": "Add", "role_description": "button", "value": null, "position": "-391.00;-244.00", "size": "26;24", "children": []}, {"name": null, "role": "AXButton", "description": "Remove", "role_description": "button", "value": null, "position": "-391.00;-244.00", "size": "26;24", "children": []}]}, {"name": null, "role": "AXLink", "description": "Configure 'Spelling' inspection...", "role_description": "link", "value": null, "position": "-391.00;-244.00", "size": "705;38", "children": []}, {"name": null, "role": "AXScrollArea", "description": null, "role_description": "scroll area", "value": 0, "position": "-391.00;-244.00", "size": "737;600", "children": [{"name": null, "role": "AXScrollBar", "description": null, "role_description": "scroll bar", "value": 0, "position": "-391.00;-244.00", "size": "0;0", "children": []}, {"name": null, "role": "AXScrollBar", "description": null, "role_description": "scroll bar", "value": 0, "position": "-391.00;-244.00", "size": "0;0", "children": []}, {"name": null, "role": "AXCheckBox", "description": "Enable Reader mode", "role_description": "checkbox", "value": 1, "position": "-391.00;-244.00", "size": "155;25", "children": []}, {"name": null, "role": "AXTextField", "description": "text/html", "role_description": "text field", "value": "\nAvailable for library and read-only files. Makes the code convenient to read using the options below.", "position": "-391.00;-244.00", "size": "560;30", "children": [{"name": null, "role": "AXTextField", "description": "text/html", "role_description": "text field", "value": null, "position": "-391.00;-244.00", "size": "0;0", "children": []}, {"name": null, "role": "AXTextField", "description": "text/html", "role_description": "text field", "value": null, "position": "-391.00;-244.00", "size": "531;30", "children": []}, {"name": null, "role": "AXTextField", "description": "text/html", "role_description": "text field", "value": null, "position": "-391.00;-244.00", "size": "0;15", "children": []}]}, {"name": null, "role": "AXStaticText", "description": "Show in Reader mode:", "role_description": "text", "value": "Show in Reader mode:", "position": "-391.00;-244.00", "size": "138;17", "children": []}, {"name": null, "role": "AXCheckBox", "description": "Rendered documentation comments", "role_description": "checkbox", "value": 1, "position": "-391.00;-244.00", "size": "252;25", "children": []}, {"name": null, "role": "AXCheckBox", "description": "Error and warning highlighting, inspection widget", "role_description": "checkbox", "value": 0, "position": "-391.00;-244.00", "size": "329;25", "children": []}, {"name": null, "role": "AXCheckBox", "description": "Font ligatures", "role_description": "checkbox", "value": 0, "position": "-391.00;-244.00", "size": "112;25", "children": []}, {"name": null, "role": "AXCheckBox", "description": "Increased line height", "role_description": "checkbox", "value": 0, "position": "-391.00;-244.00", "size": "156;25", "children": []}, {"name": null, "role": "AXTextField", "description": "text/html", "role_description": "text field", "value": "\nIncreased by 1.2", "position": "-391.00;-244.00", "size": "489;15", "children": [{"name": null, "role": "AXTextField", "description": "text/html", "role_description": "text field", "value": null, "position": "-391.00;-244.00", "size": "0;0", "children": []}, {"name": null, "role": "AXTextField", "description": "text/html", "role_description": "text field", "value": null, "position": "-391.00;-244.00", "size": "93;15", "children": []}, {"name": null, "role": "AXTextField", "description": "text/html", "role_description": "text field", "value": null, "position": "-391.00;-244.00", "size": "0;15", "children": []}]}, {"name": null, "role": "AXCheckBox", "description": "Code vision hints for usages, inheritors, and related problems", "role_description": "checkbox", "value": 1, "position": "-391.00;-244.00", "size": "0;0", "children": []}, {"name": null, "role": "AXCheckBox", "description": "Format code according to preferred style", "role_description": "checkbox", "value": 1, "position": "-391.00;-244.00", "size": "281;25", "children": []}, {"name": null, "role": "AXRadioButton", "description": "Use active scheme: Default", "role_description": "radio button", "value": 1, "position": "-391.00;-244.00", "size": "196;25", "children": []}, {"name": null, "role": "AXRadioButton", "description": "Choose scheme:", "role_description": "radio button", "value": 0, "position": "-391.00;-244.00", "size": "130;25", "children": []}, {"name": null, "role": "AXPopUpButton", "description": null, "role_description": "pop up button", "value": "Default", "position": "-391.00;-244.00", "size": "153;34", "children": [{"name": null, "role": "AXPopUpButton", "description": null, "role_description": "pop up button", "value": null, "position": "-391.00;-244.00", "size": "0;0", "children": []}]}]}, {"name": null, "role": "AXTextField", "description": "text/html", "role_description": "text field", "value": "\nUse this page to add TextMate bundles for languages that do not have first-class support in PyCharm.", "position": "-391.00;-244.00", "size": "705;17", "children": [{"name": null, "role": "AXTextField", "description": "text/html", "role_description": "text field", "value": null, "position": "-391.00;-244.00", "size": "0;0", "children": []}, {"name": null, "role": "AXTextField", "description": "text/html", "role_description": "text field", "value": null, "position": "-391.00;-244.00", "size": "629;17", "children": []}, {"name": null, "role": "AXTextField", "description": "text/html", "role_description": "text field", "value": null, "position": "-391.00;-244.00", "size": "0;17", "children": []}]}, {"name": null, "role": "AXScrollArea", "description": null, "role_description": "scroll area", "value": 0, "position": "-391.00;-244.00", "size": "703;517", "children": [{"name": null, "role": "AXScrollBar", "description": null, "role_description": "scroll bar", "value": 0, "position": "-391.00;-244.00", "size": "14;517", "children": []}, {"name": null, "role": "AXScrollBar", "description": null, "role_description": "scroll bar", "value": 0, "position": "-391.00;-244.00", "size": "0;0", "children": []}, {"name": null, "role": "AXList", "description": "list", "role_description": "list", "value": 0, "position": "-391.00;-244.00", "size": "703;1620", "children": [{"name": null, "role": "AXRow", "description": null, "role_description": "row", "value": 0, "position": "-391.00;-244.00", "size": "703;26", "children": [{"name": null, "role": "JavaAxIgnore", "description": null, "role_description": "JavaAxIgnore", "value": 0, "position": "-391.00;-244.00", "size": "703;26", "children": [{"name": null, "role": "AXCheckBox", "description": "adoc", "role_description": "checkbox", "value": 1, "position": "-391.00;-244.00", "size": "58;24", "children": []}, {"name": null, "role": "AXStaticText", "description": "Built-in", "role_description": "text", "value": "Built-in", "position": "-391.00;-244.00", "size": "0;0", "children": []}]}]}, {"name": null, "role": "AXRow", "description": null, "role_description": "row", "value": 0, "position": "-391.00;-244.00", "size": "703;26", "children": [{"name": null, "role": "JavaAxIgnore", "description": null, "role_description": "JavaAxIgnore", "value": 0, "position": "-391.00;-244.00", "size": "703;26", "children": [{"name": null, "role": "AXCheckBox", "description": "bat", "role_description": "checkbox", "value": 1, "position": "-391.00;-244.00", "size": "48;24", "children": []}, {"name": null, "role": "AXStaticText", "description": "Built-in", "role_description": "text", "value": "Built-in", "position": "-391.00;-244.00", "size": "0;0", "children": []}]}]}, {"name": null, "role": "AXRow", "description": null, "role_description": "row", "value": 0, "position": "-391.00;-244.00", "size": "703;26", "children": [{"name": null, "role": "JavaAxIgnore", "description": null, "role_description": "JavaAxIgnore", "value": 0, "position": "-391.00;-244.00", "size": "703;26", "children": [{"name": null, "role": "AXCheckBox", "description": "bicep", "role_description": "checkbox", "value": 1, "position": "-391.00;-244.00", "size": "62;24", "children": []}, {"name": null, "role": "AXStaticText", "description": "Built-in", "role_description": "text", "value": "Built-in", "position": "-391.00;-244.00", "size": "0;0", "children": []}]}]}, {"name": null, "role": "AXRow", "description": null, "role_description": "row", "value": 0, "position": "-391.00;-244.00", "size": "703;26", "children": [{"name": null, "role": "JavaAxIgnore", "description": null, "role_description": "JavaAxIgnore", "value": 0, "position": "-391.00;-244.00", "size": "703;26", "children": [{"name": null, "role": "AXCheckBox", "description": "bicepparam", "role_description": "checkbox", "value": 1, "position": "-391.00;-244.00", "size": "101;24", "children": []}, {"name": null, "role": "AXStaticText", "description": "Built-in", "role_description": "text", "value": "Built-in", "position": "-391.00;-244.00", "size": "0;0", "children": []}]}]}, {"name": null, "role": "AXRow", "description": null, "role_description": "row", "value": 0, "position": "-391.00;-244.00", "size": "703;26", "children": [{"name": null, "role": "JavaAxIgnore", "description": null, "role_description": "JavaAxIgnore", "value": 0, "position": "-391.00;-244.00", "size": "703;26", "children": [{"name": null, "role": "AXCheckBox", "description": "clojure", "role_description": "checkbox", "value": 1, "position": "-391.00;-244.00", "size": "69;24", "children": []}, {"name": null, "role": "AXStaticText", "description": "Built-in", "role_description": "text", "value": "Built-in", "position": "-391.00;-244.00", "size": "0;0", "children": []}]}]}, {"name": null, "role": "AXRow", "description": null, "role_description": "row", "value": 0, "position": "-391.00;-244.00", "size": "703;26", "children": [{"name": null, "role": "JavaAxIgnore", "description": null, "role_description": "JavaAxIgnore", "value": 0, "position": "-391.00;-244.00", "size": "703;26", "children": [{"name": null, "role": "AXCheckBox", "description": "cmake", "role_description": "checkbox", "value": 1, "position": "-391.00;-244.00", "size": "69;24", "children": []}, {"name": null, "role": "AXStaticText", "description": "Built-in", "role_description": "text", "value": "Built-in", "position": "-391.00;-244.00", "size": "0;0", "children": []}]}]}, {"name": null, "role": "AXRow", "description": null, "role_description": "row", "value": 0, "position": "-391.00;-244.00", "size": "703;26", "children": [{"name": null, "role": "JavaAxIgnore", "description": null, "role_description": "JavaAxIgnore", "value": 0, "position": "-391.00;-244.00", "size": "703;26", "children": [{"name": null, "role": "AXCheckBox", "description": "coffeescript", "role_description": "checkbox", "value": 1, "position": "-391.00;-244.00", "size": "102;24", "children": []}, {"name": null, "role": "AXStaticText", "description": "Built-in", "role_description": "text", "value": "Built-in", "position": "-391.00;-244.00", "size": "0;0", "children": []}]}]}, {"name": null, "role": "AXRow", "description": null, "role_description": "row", "value": 0, "position": "-391.00;-244.00", "size": "703;26", "children": [{"name": null, "role": "JavaAxIgnore", "description": null, "role_description": "JavaAxIgnore", "value": 0, "position": "-391.00;-244.00", "size": "703;26", "children": [{"name": null, "role": "AXCheckBox", "description": "cpp", "role_description": "checkbox", "value": 1, "position": "-391.00;-244.00", "size": "51;24", "children": []}, {"name": null, "role": "AXStaticText", "description": "Built-in", "role_description": "text", "value": "Built-in", "position": "-391.00;-244.00", "size": "0;0", "children": []}]}]}, {"name": null, "role": "AXRow", "description": null, "role_description": "row", "value": 0, "position": "-391.00;-244.00", "size": "703;26", "children": [{"name": null, "role": "JavaAxIgnore", "description": null, "role_description": "JavaAxIgnore", "value": 0, "position": "-391.00;-244.00", "size": "703;26", "children": [{"name": null, "role": "AXCheckBox", "description": "csharp", "role_description": "checkbox", "value": 1, "position": "-391.00;-244.00", "size": "70;24", "children": []}, {"name": null, "role": "AXStaticText", "description": "Built-in", "role_description": "text", "value": "Built-in", "position": "-391.00;-244.00", "size": "0;0", "children": []}]}]}, {"name": null, "role": "AXRow", "description": null, "role_description": "row", "value": 0, "position": "-391.00;-244.00", "size": "703;26", "children": [{"name": null, "role": "JavaAxIgnore", "description": null, "role_description": "JavaAxIgnore", "value": 0, "position": "-391.00;-244.00", "size": "703;26", "children": [{"name": null, "role": "AXCheckBox", "description": "css", "role_description": "checkbox", "value": 1, "position": "-391.00;-244.00", "size": "49;24", "children": []}, {"name": null, "role": "AXStaticText", "description": "Built-in", "role_description": "text", "value": "Built-in", "position": "-391.00;-244.00", "size": "0;0", "children": []}]}]}, {"name": null, "role": "AXRow", "description": null, "role_description": "row", "value": 0, "position": "-391.00;-244.00", "size": "703;26", "children": [{"name": null, "role": "JavaAxIgnore", "description": null, "role_description": "JavaAxIgnore", "value": 0, "position": "-391.00;-244.00", "size": "703;26", "children": [{"name": null, "role": "AXCheckBox", "description": "dart", "role_description": "checkbox", "value": 1, "position": "-391.00;-244.00", "size": "53;24", "children": []}, {"name": null, "role": "AXStaticText", "description": "Built-in", "role_description": "text", "value": "Built-in", "position": "-391.00;-244.00", "size": "0;0", "children": []}]}]}, {"name": null, "role": "AXRow", "description": null, "role_description": "row", "value": 0, "position": "-391.00;-244.00", "size": "703;26", "children": [{"name": null, "role": "JavaAxIgnore", "description": null, "role_description": "JavaAxIgnore", "value": 0, "position": "-391.00;-244.00", "size": "703;26", "children": [{"name": null, "role": "AXCheckBox", "description": "diff", "role_description": "checkbox", "value": 1, "position": "-391.00;-244.00", "size": "49;24", "children": []}, {"name": null, "role": "AXStaticText", "description": "Built-in", "role_description": "text", "value": "Built-in", "position": "-391.00;-244.00", "size": "0;0", "children": []}]}]}, {"name": null, "role": "AXRow", "description": null, "role_description": "row", "value": 0, "position": "-391.00;-244.00", "size": "703;26", "children": [{"name": null, "role": "JavaAxIgnore", "description": null, "role_description": "JavaAxIgnore", "value": 0, "position": "-391.00;-244.00", "size": "703;26", "children": [{"name": null, "role": "AXCheckBox", "description": "docker", "role_description": "checkbox", "value": 1, "position": "-391.00;-244.00", "size": "71;24", "children": []}, {"name": null, "role": "AXStaticText", "description": "Built-in", "role_description": "text", "value": "Built-in", "position": "-391.00;-244.00", "size": "0;0", "children": []}]}]}, {"name": null, "role": "AXRow", "description": null, "role_description": "row", "value": 0, "position": "-391.00;-244.00", "size": "703;26", "children": [{"name": null, "role": "JavaAxIgnore", "description": null, "role_description": "JavaAxIgnore", "value": 0, "position": "-391.00;-244.00", "size": "703;26", "children": [{"name": null, "role": "AXCheckBox", "description": "erlang", "role_description": "checkbox", "value": 1, "position": "-391.00;-244.00", "size": "66;24", "children": []}, {"name": null, "role": "AXStaticText", "description": "Built-in", "role_description": "text", "value": "Built-in", "position": "-391.00;-244.00", "size": "0;0", "children": []}]}]}, {"name": null, "role": "AXRow", "description": null, "role_description": "row", "value": 0, "position": "-391.00;-244.00", "size": "703;26", "children": [{"name": null, "role": "JavaAxIgnore", "description": null, "role_description": "JavaAxIgnore", "value": 0, "position": "-391.00;-244.00", "size": "703;26", "children": [{"name": null, "role": "AXCheckBox", "description": "fsharp", "role_description": "checkbox", "value": 1, "position": "-391.00;-244.00", "size": "67;24", "children": []}, {"name": null, "role": "AXStaticText", "description": "Built-in", "role_description": "text", "value": "Built-in", "position": "-391.00;-244.00", "size": "0;0", "children": []}]}]}, {"name": null, "role": "AXRow", "description": null, "role_description": "row", "value": 0, "position": "-391.00;-244.00", "size": "703;26", "children": [{"name": null, "role": "JavaAxIgnore", "description": null, "role_description": "JavaAxIgnore", "value": 0, "position": "-391.00;-244.00", "size": "703;26", "children": [{"name": null, "role": "AXCheckBox", "description": "git-base", "role_description": "checkbox", "value": 1, "position": "-391.00;-244.00", "size": "79;24", "children": []}, {"name": null, "role": "AXStaticText", "description": "Built-in", "role_description": "text", "value": "Built-in", "position": "-391.00;-244.00", "size": "0;0", "children": []}]}]}, {"name": null, "role": "AXRow", "description": null, "role_description": "row", "value": 0, "position": "-391.00;-244.00", "size": "703;26", "children": [{"name": null, "role": "JavaAxIgnore", "description": null, "role_description": "JavaAxIgnore", "value": 0, "position": "-391.00;-244.00", "size": "703;26", "children": [{"name": null, "role": "AXCheckBox", "description": "go", "role_description": "checkbox", "value": 1, "position": "-391.00;-244.00", "size": "44;24", "children": []}, {"name": null, "role": "AXStaticText", "description": "Built-in", "role_description": "text", "value": "Built-in", "position": "-391.00;-244.00", "size": "0;0", "children": []}]}]}, {"name": null, "role": "AXRow", "description": null, "role_description": "row", "value": 0, "position": "-391.00;-244.00", "size": "703;26", "children": [{"name": null, "role": "JavaAxIgnore", "description": null, "role_description": "JavaAxIgnore", "value": 0, "position": "-391.00;-244.00", "size": "703;26", "children": [{"name": null, "role": "AXCheckBox", "description": "groovy", "role_description": "checkbox", "value": 1, "position": "-391.00;-244.00", "size": "71;24", "children": []}, {"name": null, "role": "AXStaticText", "description": "Built-in", "role_description": "text", "value": "Built-in", "position": "-391.00;-244.00", "size": "0;0", "children": []}]}]}, {"name": null, "role": "AXRow", "description": null, "role_description": "row", "value": 0, "position": "-391.00;-244.00", "size": "703;26", "children": [{"name": null, "role": "JavaAxIgnore", "description": null, "role_description": "JavaAxIgnore", "value": 0, "position": "-391.00;-244.00", "size": "703;26", "children": [{"name": null, "role": "AXCheckBox", "description": "handlebars", "role_description": "checkbox", "value": 1, "position": "-391.00;-244.00", "size": "96;24", "children": []}, {"name": null, "role": "AXStaticText", "description": "Built-in", "role_description": "text", "value": "Built-in", "position": "-391.00;-244.00", "size": "0;0", "children": []}]}]}, {"name": null, "role": "AXRow", "description": null, "role_description": "row", "value": 0, "position": "-391.00;-244.00", "size": "703;26", "children": [{"name": null, "role": "JavaAxIgnore", "description": null, "role_description": "JavaAxIgnore", "value": 0, "position": "-391.00;-244.00", "size": "703;26", "children": [{"name": null, "role": "AXCheckBox", "description": "hcl", "role_description": "checkbox", "value": 1, "position": "-391.00;-244.00", "size": "46;24", "children": []}, {"name": null, "role": "AXStaticText", "description": "Built-in", "role_description": "text", "value": "Built-in", "position": "-391.00;-244.00", "size": "0;0", "children": []}]}]}, {"name": null, "role": "AXRow", "description": null, "role_description": "row", "value": 0, "position": "-391.00;-244.00", "size": "703;26", "children": [{"name": null, "role": "JavaAxIgnore", "description": null, "role_description": "JavaAxIgnore", "value": 0, "position": "-391.00;-244.00", "size": "703;26", "children": [{"name": null, "role": "AXCheckBox", "description": "hlsl", "role_description": "checkbox", "value": 1, "position": "-391.00;-244.00", "size": "49;-2", "children": []}, {"name": null, "role": "AXStaticText", "description": "Built-in", "role_description": "text", "value": "Built-in", "position": "-391.00;-244.00", "size": "0;0", "children": []}]}]}, {"name": null, "role": "AXRow", "description": null, "role_description": "row", "value": 0, "position": "-391.00;-244.00", "size": "703;26", "children": [{"name": null, "role": "JavaAxIgnore", "description": null, "role_description": "JavaAxIgnore", "value": 0, "position": "-391.00;-244.00", "size": "703;26", "children": [{"name": null, "role": "AXCheckBox", "description": "html", "role_description": "checkbox", "value": 1, "position": "-391.00;-244.00", "size": "55;-2", "children": []}, {"name": null, "role": "AXStaticText", "description": "Built-in", "role_description": "text", "value": "Built-in", "position": "-391.00;-244.00", "size": "0;0", "children": []}]}]}, {"name": null, "role": "AXRow", "description": null, "role_description": "row", "value": 0, "position": "-391.00;-244.00", "size": "703;26", "children": [{"name": null, "role": "JavaAxIgnore", "description": null, "role_description": "JavaAxIgnore", "value": 0, "position": "-391.00;-244.00", "size": "703;26", "children": [{"name": null, "role": "AXCheckBox", "description": "ini", "role_description": "checkbox", "value": 1, "position": "-391.00;-244.00", "size": "42;-2", "children": []}, {"name": null, "role": "AXStaticText", "description": "Built-in", "role_description": "text", "value": "Built-in", "position": "-391.00;-244.00", "size": "0;0", "children": []}]}]}, {"name": null, "role": "AXRow", "description": null, "role_description": "row", "value": 0, "position": "-391.00;-244.00", "size": "703;26", "children": [{"name": null, "role": "JavaAxIgnore", "description": null, "role_description": "JavaAxIgnore", "value": 0, "position": "-391.00;-244.00", "size": "703;26", "children": [{"name": null, "role": "AXCheckBox", "description": "java", "role_description": "checkbox", "value": 1, "position": "-391.00;-244.00", "size": "53;-2", "children": []}, {"name": null, "role": "AXStaticText", "description": "Built-in", "role_description": "text", "value": "Built-in", "position": "-391.00;-244.00", "size": "0;0", "children": []}]}]}, {"name": null, "role": "AXRow", "description": null, "role_description": "row", "value": 0, "position": "-391.00;-244.00", "size": "703;26", "children": [{"name": null, "role": "JavaAxIgnore", "description": null, "role_description": "JavaAxIgnore", "value": 0, "position": "-391.00;-244.00", "size": "703;26", "children": [{"name": null, "role": "AXCheckBox", "description": "javascript", "role_description": "checkbox", "value": 1, "position": "-391.00;-244.00", "size": "88;-2", "children": []}, {"name": null, "role": "AXStaticText", "description": "Built-in", "role_description": "text", "value": "Built-in", "position": "-391.00;-244.00", "size": "0;0", "children": []}]}]}, {"name": null, "role": "AXRow", "description": null, "role_description": "row", "value": 0, "position": "-391.00;-244.00", "size": "703;26", "children": [{"name": null, "role": "JavaAxIgnore", "description": null, "role_description": "JavaAxIgnore", "value": 0, "position": "-391.00;-244.00", "size": "703;26", "children": [{"name": null, "role": "AXCheckBox", "description": "json", "role_description": "checkbox", "value": 1, "position": "-391.00;-244.00", "size": "53;-2", "children": []}, {"name": null, "role": "AXStaticText", "description": "Built-in", "role_description": "text", "value": "Built-in", "position": "-391.00;-244.00", "size": "0;0", "children": []}]}]}, {"name": null, "role": "AXRow", "description": null, "role_description": "row", "value": 0, "position": "-391.00;-244.00", "size": "703;26", "children": [{"name": null, "role": "JavaAxIgnore", "description": null, "role_description": "JavaAxIgnore", "value": 0, "position": "-391.00;-244.00", "size": "703;26", "children": [{"name": null, "role": "AXCheckBox", "description": "jsp", "role_description": "checkbox", "value": 1, "position": "-391.00;-244.00", "size": "46;-2", "children": []}, {"name": null, "role": "AXStaticText", "description": "Built-in", "role_description": "text", "value": "Built-in", "position": "-391.00;-244.00", "size": "0;0", "children": []}]}]}, {"name": null, "role": "AXRow", "description": null, "role_description": "row", "value": 0, "position": "-391.00;-244.00", "size": "703;26", "children": [{"name": null, "role": "JavaAxIgnore", "description": null, "role_description": "JavaAxIgnore", "value": 0, "position": "-391.00;-244.00", "size": "703;26", "children": [{"name": null, "role": "AXCheckBox", "description": "julia", "role_description": "checkbox", "value": 1, "position": "-391.00;-244.00", "size": "52;-2", "children": []}, {"name": null, "role": "AXStaticText", "description": "Built-in", "role_description": "text", "value": "Built-in", "position": "-391.00;-244.00", "size": "0;0", "children": []}]}]}, {"name": null, "role": "AXRow", "description": null, "role_description": "row", "value": 0, "position": "-391.00;-244.00", "size": "703;26", "children": [{"name": null, "role": "JavaAxIgnore", "description": null, "role_description": "JavaAxIgnore", "value": 0, "position": "-391.00;-244.00", "size": "703;26", "children": [{"name": null, "role": "AXCheckBox", "description": "kconfig", "role_description": "checkbox", "value": 1, "position": "-391.00;-244.00", "size": "73;-2", "children": []}, {"name": null, "role": "AXStaticText", "description": "Built-in", "role_description": "text", "value": "Built-in", "position": "-391.00;-244.00", "size": "0;0", "children": []}]}]}, {"name": null, "role": "AXRow", "description": null, "role_description": "row", "value": 0, "position": "-391.00;-244.00", "size": "703;26", "children": [{"name": null, "role": "JavaAxIgnore", "description": null, "role_description": "JavaAxIgnore", "value": 0, "position": "-391.00;-244.00", "size": "703;26", "children": [{"name": null, "role": "AXCheckBox", "description": "kotlin", "role_description": "checkbox", "value": 1, "position": "-391.00;-244.00", "size": "61;-2", "children": []}, {"name": null, "role": "AXStaticText", "description": "Built-in", "role_description": "text", "value": "Built-in", "position": "-391.00;-244.00", "size": "0;0", "children": []}]}]}, {"name": null, "role": "AXRow", "description": null, "role_description": "row", "value": 0, "position": "-391.00;-244.00", "size": "703;26", "children": [{"name": null, "role": "JavaAxIgnore", "description": null, "role_description": "JavaAxIgnore", "value": 0, "position": "-391.00;-244.00", "size": "703;26", "children": [{"name": null, "role": "AXCheckBox", "description": "latex", "role_description": "checkbox", "value": 1, "position": "-391.00;-244.00", "size": "58;-2", "children": []}, {"name": null, "role": "AXStaticText", "description": "Built-in", "role_description": "text", "value": "Built-in", "position": "-391.00;-244.00", "size": "0;0", "children": []}]}]}, {"name": null, "role": "AXRow", "description": null, "role_description": "row", "value": 0, "position": "-391.00;-244.00", "size": "703;26", "children": [{"name": null, "role": "JavaAxIgnore", "description": null, "role_description": "JavaAxIgnore", "value": 0, "position": "-391.00;-244.00", "size": "703;26", "children": [{"name": null, "role": "AXCheckBox", "description": "less", "role_description": "checkbox", "value": 1, "position": "-391.00;-244.00", "size": "52;-2", "children": []}, {"name": null, "role": "AXStaticText", "description": "Built-in", "role_description": "text", "value": "Built-in", "position": "-391.00;-244.00", "size": "0;0", "children": []}]}]}, {"name": null, "role": "AXRow", "description": null, "role_description": "row", "value": 0, "position": "-391.00;-244.00", "size": "703;26", "children": [{"name": null, "role": "JavaAxIgnore", "description": null, "role_description": "JavaAxIgnore", "value": 0, "position": "-391.00;-244.00", "size": "703;26", "children": [{"name": null, "role": "AXCheckBox", "description": "log", "role_description": "checkbox", "value": 1, "position": "-391.00;-244.00", "size": "47;-2", "children": []}, {"name": null, "role": "AXStaticText", "description": "Built-in", "role_description": "text", "value": "Built-in", "position": "-391.00;-244.00", "size": "0;0", "children": []}]}]}, {"name": null, "role": "AXRow", "description": null, "role_description": "row", "value": 0, "position": "-391.00;-244.00", "size": "703;26", "children": [{"name": null, "role": "JavaAxIgnore", "description": null, "role_description": "JavaAxIgnore", "value": 0, "position": "-391.00;-244.00", "size": "703;26", "children": [{"name": null, "role": "AXCheckBox", "description": "lua", "role_description": "checkbox", "value": 1, "position": "-391.00;-244.00", "size": "46;-2", "children": []}, {"name": null, "role": "AXStaticText", "description": "Built-in", "role_description": "text", "value": "Built-in", "position": "-391.00;-244.00", "size": "0;0", "children": []}]}]}, {"name": null, "role": "AXRow", "description": null, "role_description": "row", "value": 0, "position": "-391.00;-244.00", "size": "703;26", "children": [{"name": null, "role": "JavaAxIgnore", "description": null, "role_description": "JavaAxIgnore", "value": 0, "position": "-391.00;-244.00", "size": "703;26", "children": [{"name": null, "role": "AXCheckBox", "description": "make", "role_description": "checkbox", "value": 1, "position": "-391.00;-244.00", "size": "61;-2", "children": []}, {"name": null, "role": "AXStaticText", "description": "Built-in", "role_description": "text", "value": "Built-in", "position": "-391.00;-244.00", "size": "0;0", "children": []}]}]}, {"name": null, "role": "AXRow", "description": null, "role_description": "row", "value": 0, "position": "-391.00;-244.00", "size": "703;26", "children": [{"name": null, "role": "JavaAxIgnore", "description": null, "role_description": "JavaAxIgnore", "value": 0, "position": "-391.00;-244.00", "size": "703;26", "children": [{"name": null, "role": "AXCheckBox", "description": "markdown-basics", "role_description": "checkbox", "value": 1, "position": "-391.00;-244.00", "size": "138;-2", "children": []}, {"name": null, "role": "AXStaticText", "description": "Built-in", "role_description": "text", "value": "Built-in", "position": "-391.00;-244.00", "size": "0;0", "children": []}]}]}, {"name": null, "role": "AXRow", "description": null, "role_description": "row", "value": 0, "position": "-391.00;-244.00", "size": "703;26", "children": [{"name": null, "role": "JavaAxIgnore", "description": null, "role_description": "JavaAxIgnore", "value": 0, "position": "-391.00;-244.00", "size": "703;26", "children": [{"name": null, "role": "AXCheckBox", "description": "markdown-math", "role_description": "checkbox", "value": 1, "position": "-391.00;-244.00", "size": "130;-2", "children": []}, {"name": null, "role": "AXStaticText", "description": "Built-in", "role_description": "text", "value": "Built-in", "position": "-391.00;-244.00", "size": "0;0", "children": []}]}]}, {"name": null, "role": "AXRow", "description": null, "role_description": "row", "value": 0, "position": "-391.00;-244.00", "size": "703;26", "children": [{"name": null, "role": "JavaAxIgnore", "description": null, "role_description": "JavaAxIgnore", "value": 0, "position": "-391.00;-244.00", "size": "703;26", "children": [{"name": null, "role": "AXCheckBox", "description": "mdx", "role_description": "checkbox", "value": 1, "position": "-391.00;-244.00", "size": "54;-2", "children": []}, {"name": null, "role": "AXStaticText", "description": "Built-in", "role_description": "text", "value": "Built-in", "position": "-391.00;-244.00", "size": "0;0", "children": []}]}]}, {"name": null, "role": "AXRow", "description": null, "role_description": "row", "value": 0, "position": "-391.00;-244.00", "size": "703;26", "children": [{"name": null, "role": "JavaAxIgnore", "description": null, "role_description": "JavaAxIgnore", "value": 0, "position": "-391.00;-244.00", "size": "703;26", "children": [{"name": null, "role": "AXCheckBox", "description": "objective-c", "role_description": "checkbox", "value": 1, "position": "-391.00;-244.00", "size": "98;-2", "children": []}, {"name": null, "role": "AXStaticText", "description": "Built-in", "role_description": "text", "value": "Built-in", "position": "-391.00;-244.00", "size": "0;0", "children": []}]}]}, {"name": null, "role": "AXRow", "description": null, "role_description": "row", "value": 0, "position": "-391.00;-244.00", "size": "703;26", "children": [{"name": null, "role": "JavaAxIgnore", "description": null, "role_description": "JavaAxIgnore", "value": 0, "position": "-391.00;-244.00", "size": "703;26", "children": [{"name": null, "role": "AXCheckBox", "description": "perl", "role_description": "checkbox", "value": 1, "position": "-391.00;-244.00", "size": "51;-2", "children": []}, {"name": null, "role": "AXStaticText", "description": "Built-in", "role_description": "text", "value": "Built-in", "position": "-391.00;-244.00", "size": "0;0", "children": []}]}]}, {"name": null, "role": "AXRow", "description": null, "role_description": "row", "value": 0, "position": "-391.00;-244.00", "size": "703;26", "children": [{"name": null, "role": "JavaAxIgnore", "description": null, "role_description": "JavaAxIgnore", "value": 0, "position": "-391.00;-244.00", "size": "703;26", "children": [{"name": null, "role": "AXCheckBox", "description": "php", "role_description": "checkbox", "value": 1, "position": "-391.00;-244.00", "size": "52;-2", "children": []}, {"name": null, "role": "AXStaticText", "description": "Built-in", "role_description": "text", "value": "Built-in", "position": "-391.00;-244.00", "size": "0;0", "children": []}]}]}, {"name": null, "role": "AXRow", "description": null, "role_description": "row", "value": 0, "position": "-391.00;-244.00", "size": "703;26", "children": [{"name": null, "role": "JavaAxIgnore", "description": null, "role_description": "JavaAxIgnore", "value": 0, "position": "-391.00;-244.00", "size": "703;26", "children": [{"name": null, "role": "AXCheckBox", "description": "powershell", "role_description": "checkbox", "value": 1, "position": "-391.00;-244.00", "size": "95;-2", "children": []}, {"name": null, "role": "AXStaticText", "description": "Built-in", "role_description": "text", "value": "Built-in", "position": "-391.00;-244.00", "size": "0;0", "children": []}]}]}, {"name": null, "role": "AXRow", "description": null, "role_description": "row", "value": 0, "position": "-391.00;-244.00", "size": "703;26", "children": [{"name": null, "role": "JavaAxIgnore", "description": null, "role_description": "JavaAxIgnore", "value": 0, "position": "-391.00;-244.00", "size": "703;26", "children": [{"name": null, "role": "AXCheckBox", "description": "pug", "role_description": "checkbox", "value": 1, "position": "-391.00;-244.00", "size": "51;-2", "children": []}, {"name": null, "role": "AXStaticText", "description": "Built-in", "role_description": "text", "value": "Built-in", "position": "-391.00;-244.00", "size": "0;0", "children": []}]}]}, {"name": null, "role": "AXRow", "description": null, "role_description": "row", "value": 0, "position": "-391.00;-244.00", "size": "703;26", "children": [{"name": null, "role": "JavaAxIgnore", "description": null, "role_description": "JavaAxIgnore", "value": 0, "position": "-391.00;-244.00", "size": "703;26", "children": [{"name": null, "role": "AXCheckBox", "description": "python", "role_description": "checkbox", "value": 1, "position": "-391.00;-244.00", "size": "71;-2", "children": []}, {"name": null, "role": "AXStaticText", "description": "Built-in", "role_description": "text", "value": "Built-in", "position": "-391.00;-244.00", "size": "0;0", "children": []}]}]}, {"name": null, "role": "AXRow", "description": null, "role_description": "row", "value": 0, "position": "-391.00;-244.00", "size": "703;26", "children": [{"name": null, "role": "JavaAxIgnore", "description": null, "role_description": "JavaAxIgnore", "value": 0, "position": "-391.00;-244.00", "size": "703;26", "children": [{"name": null, "role": "AXCheckBox", "description": "r", "role_description": "checkbox", "value": 1, "position": "-391.00;-244.00", "size": "33;-2", "children": []}, {"name": null, "role": "AXStaticText", "description": "Built-in", "role_description": "text", "value": "Built-in", "position": "-391.00;-244.00", "size": "0;0", "children": []}]}]}, {"name": null, "role": "AXRow", "description": null, "role_description": "row", "value": 0, "position": "-391.00;-244.00", "size": "703;26", "children": [{"name": null, "role": "JavaAxIgnore", "description": null, "role_description": "JavaAxIgnore", "value": 0, "position": "-391.00;-244.00", "size": "703;26", "children": [{"name": null, "role": "AXCheckBox", "description": "razor", "role_description": "checkbox", "value": 1, "position": "-391.00;-244.00", "size": "60;-2", "children": []}, {"name": null, "role": "AXStaticText", "description": "Built-in", "role_description": "text", "value": "Built-in", "position": "-391.00;-244.00", "size": "0;0", "children": []}]}]}, {"name": null, "role": "AXRow", "description": null, "role_description": "row", "value": 0, "position": "-391.00;-244.00", "size": "703;26", "children": [{"name": null, "role": "JavaAxIgnore", "description": null, "role_description": "JavaAxIgnore", "value": 0, "position": "-391.00;-244.00", "size": "703;26", "children": [{"name": null, "role": "AXCheckBox", "description": "restructuredtext", "role_description": "checkbox", "value": 1, "position": "-391.00;-244.00", "size": "128;-2", "children": []}, {"name": null, "role": "AXStaticText", "description": "Built-in", "role_description": "text", "value": "Built-in", "position": "-391.00;-244.00", "size": "0;0", "children": []}]}]}, {"name": null, "role": "AXRow", "description": null, "role_description": "row", "value": 0, "position": "-391.00;-244.00", "size": "703;26", "children": [{"name": null, "role": "JavaAxIgnore", "description": null, "role_description": "JavaAxIgnore", "value": 0, "position": "-391.00;-244.00", "size": "703;26", "children": [{"name": null, "role": "AXCheckBox", "description": "ruby", "role_description": "checkbox", "value": 1, "position": "-391.00;-244.00", "size": "56;-2", "children": []}, {"name": null, "role": "AXStaticText", "description": "Built-in", "role_description": "text", "value": "Built-in", "position": "-391.00;-244.00", "size": "0;0", "children": []}]}]}, {"name": null, "role": "AXRow", "description": null, "role_description": "row", "value": 0, "position": "-391.00;-244.00", "size": "703;26", "children": [{"name": null, "role": "JavaAxIgnore", "description": null, "role_description": "JavaAxIgnore", "value": 0, "position": "-391.00;-244.00", "size": "703;26", "children": [{"name": null, "role": "AXCheckBox", "description": "rust", "role_description": "checkbox", "value": 1, "position": "-391.00;-244.00", "size": "52;-2", "children": []}, {"name": null, "role": "AXStaticText", "description": "Built-in", "role_description": "text", "value": "Built-in", "position": "-391.00;-244.00", "size": "0;0", "children": []}]}]}, {"name": null, "role": "AXRow", "description": null, "role_description": "row", "value": 0, "position": "-391.00;-244.00", "size": "703;26", "children": [{"name": null, "role": "JavaAxIgnore", "description": null, "role_description": "JavaAxIgnore", "value": 0, "position": "-391.00;-244.00", "size": "703;26", "children": [{"name": null, "role": "AXCheckBox", "description": "scss", "role_description": "checkbox", "value": 1, "position": "-391.00;-244.00", "size": "56;-2", "children": []}, {"name": null, "role": "AXStaticText", "description": "Built-in", "role_description": "text", "value": "Built-in", "position": "-391.00;-244.00", "size": "0;0", "children": []}]}]}, {"name": null, "role": "AXRow", "description": null, "role_description": "row", "value": 0, "position": "-391.00;-244.00", "size": "703;26", "children": [{"name": null, "role": "JavaAxIgnore", "description": null, "role_description": "JavaAxIgnore", "value": 0, "position": "-391.00;-244.00", "size": "703;26", "children": [{"name": null, "role": "AXCheckBox", "description": "search-result", "role_description": "checkbox", "value": 1, "position": "-391.00;-244.00", "size": "110;-2", "children": []}, {"name": null, "role": "AXStaticText", "description": "Built-in", "role_description": "text", "value": "Built-in", "position": "-391.00;-244.00", "size": "0;0", "children": []}]}]}, {"name": null, "role": "AXRow", "description": null, "role_description": "row", "value": 0, "position": "-391.00;-244.00", "size": "703;26", "children": [{"name": null, "role": "JavaAxIgnore", "description": null, "role_description": "JavaAxIgnore", "value": 0, "position": "-391.00;-244.00", "size": "703;26", "children": [{"name": null, "role": "AXCheckBox", "description": "shaderlab", "role_description": "checkbox", "value": 1, "position": "-391.00;-244.00", "size": "89;-2", "children": []}, {"name": null, "role": "AXStaticText", "description": "Built-in", "role_description": "text", "value": "Built-in", "position": "-391.00;-244.00", "size": "0;0", "children": []}]}]}, {"name": null, "role": "AXRow", "description": null, "role_description": "row", "value": 0, "position": "-391.00;-244.00", "size": "703;26", "children": [{"name": null, "role": "JavaAxIgnore", "description": null, "role_description": "JavaAxIgnore", "value": 0, "position": "-391.00;-244.00", "size": "703;26", "children": [{"name": null, "role": "AXCheckBox", "description": "shellscript", "role_description": "checkbox", "value": 1, "position": "-391.00;-244.00", "size": "91;-2", "children": []}, {"name": null, "role": "AXStaticText", "description": "Built-in", "role_description": "text", "value": "Built-in", "position": "-391.00;-244.00", "size": "0;0", "children": []}]}]}, {"name": null, "role": "AXRow", "description": null, "role_description": "row", "value": 0, "position": "-391.00;-244.00", "size": "703;26", "children": [{"name": null, "role": "JavaAxIgnore", "description": null, "role_description": "JavaAxIgnore", "value": 0, "position": "-391.00;-244.00", "size": "703;26", "children": [{"name": null, "role": "AXCheckBox", "description": "sql", "role_description": "checkbox", "value": 1, "position": "-391.00;-244.00", "size": "46;-2", "children": []}, {"name": null, "role": "AXStaticText", "description": "Built-in", "role_description": "text", "value": "Built-in", "position": "-391.00;-244.00", "size": "0;0", "children": []}]}]}, {"name": null, "role": "AXRow", "description": null, "role_description": "row", "value": 0, "position": "-391.00;-244.00", "size": "703;26", "children": [{"name": null, "role": "JavaAxIgnore", "description": null, "role_description": "JavaAxIgnore", "value": 0, "position": "-391.00;-244.00", "size": "703;26", "children": [{"name": null, "role": "AXCheckBox", "description": "swift", "role_description": "checkbox", "value": 1, "position": "-391.00;-244.00", "size": "58;-2", "children": []}, {"name": null, "role": "AXStaticText", "description": "Built-in", "role_description": "text", "value": "Built-in", "position": "-391.00;-244.00", "size": "0;0", "children": []}]}]}, {"name": null, "role": "AXRow", "description": null, "role_description": "row", "value": 0, "position": "-391.00;-244.00", "size": "703;26", "children": [{"name": null, "role": "JavaAxIgnore", "description": null, "role_description": "JavaAxIgnore", "value": 0, "position": "-391.00;-244.00", "size": "703;26", "children": [{"name": null, "role": "AXCheckBox", "description": "terraform", "role_description": "checkbox", "value": 1, "position": "-391.00;-244.00", "size": "86;-2", "children": []}, {"name": null, "role": "AXStaticText", "description": "Built-in", "role_description": "text", "value": "Built-in", "position": "-391.00;-244.00", "size": "0;0", "children": []}]}]}, {"name": null, "role": "AXRow", "description": null, "role_description": "row", "value": 0, "position": "-391.00;-244.00", "size": "703;26", "children": [{"name": null, "role": "JavaAxIgnore", "description": null, "role_description": "JavaAxIgnore", "value": 0, "position": "-391.00;-244.00", "size": "703;26", "children": [{"name": null, "role": "AXCheckBox", "description": "twig", "role_description": "checkbox", "value": 1, "position": "-391.00;-244.00", "size": "54;-2", "children": []}, {"name": null, "role": "AXStaticText", "description": "Built-in", "role_description": "text", "value": "Built-in", "position": "-391.00;-244.00", "size": "0;0", "children": []}]}]}, {"name": null, "role": "AXRow", "description": null, "role_description": "row", "value": 0, "position": "-391.00;-244.00", "size": "703;26", "children": [{"name": null, "role": "JavaAxIgnore", "description": null, "role_description": "JavaAxIgnore", "value": 0, "position": "-391.00;-244.00", "size": "703;26", "children": [{"name": null, "role": "AXCheckBox", "description": "typescript-basics", "role_description": "checkbox", "value": 1, "position": "-391.00;-244.00", "size": "135;-2", "children": []}, {"name": null, "role": "AXStaticText", "description": "Built-in", "role_description": "text", "value": "Built-in", "position": "-391.00;-244.00", "size": "0;0", "children": []}]}]}, {"name": null, "role": "AXRow", "description": null, "role_description": "row", "value": 0, "position": "-391.00;-244.00", "size": "703;26", "children": [{"name": null, "role": "JavaAxIgnore", "description": null, "role_description": "JavaAxIgnore", "value": 0, "position": "-391.00;-244.00", "size": "703;26", "children": [{"name": null, "role": "AXCheckBox", "description": "vb", "role_description": "checkbox", "value": 1, "position": "-391.00;-244.00", "size": "43;-2", "children": []}, {"name": null, "role": "AXStaticText", "description": "Built-in", "role_description": "text", "value": "Built-in", "position": "-391.00;-244.00", "size": "0;0", "children": []}]}]}, {"name": null, "role": "AXRow", "description": null, "role_description": "row", "value": 0, "position": "-391.00;-244.00", "size": "703;26", "children": [{"name": null, "role": "JavaAxIgnore", "description": null, "role_description": "JavaAxIgnore", "value": 0, "position": "-391.00;-244.00", "size": "703;26", "children": [{"name": null, "role": "AXCheckBox", "description": "viml", "role_description": "checkbox", "value": 1, "position": "-391.00;-244.00", "size": "53;-2", "children": []}, {"name": null, "role": "AXStaticText", "description": "Built-in", "role_description": "text", "value": "Built-in", "position": "-391.00;-244.00", "size": "0;0", "children": []}]}]}, {"name": null, "role": "AXRow", "description": null, "role_description": "row", "value": 0, "position": "-391.00;-244.00", "size": "703;26", "children": [{"name": null, "role": "JavaAxIgnore", "description": null, "role_description": "JavaAxIgnore", "value": 0, "position": "-391.00;-244.00", "size": "703;26", "children": [{"name": null, "role": "AXCheckBox", "description": "xml", "role_description": "checkbox", "value": 1, "position": "-391.00;-244.00", "size": "49;-2", "children": []}, {"name": null, "role": "AXStaticText", "description": "Built-in", "role_description": "text", "value": "Built-in", "position": "-391.00;-244.00", "size": "0;0", "children": []}]}]}, {"name": null, "role": "AXRow", "description": null, "role_description": "row", "value": 0, "position": "-391.00;-244.00", "size": "703;26", "children": [{"name": null, "role": "JavaAxIgnore", "description": null, "role_description": "JavaAxIgnore", "value": 0, "position": "-391.00;-244.00", "size": "703;26", "children": [{"name": null, "role": "AXCheckBox", "description": "yaml", "role_description": "checkbox", "value": 1, "position": "-391.00;-244.00", "size": "57;-2", "children": []}, {"name": null, "role": "AXStaticText", "description": "Built-in", "role_description": "text", "value": "Built-in", "position": "-391.00;-244.00", "size": "0;0", "children": []}]}]}]}]}, {"name": null, "role": "AXGroup", "description": "Action Toolbar", "role_description": "group", "value": 0, "position": "-391.00;-244.00", "size": "703;24", "children": [{"name": null, "role": "AXButton", "description": "Add", "role_description": "button", "value": null, "position": "-391.00;-244.00", "size": "26;24", "children": []}, {"name": null, "role": "AXButton", "description": "Remove", "role_description": "button", "value": null, "position": "-391.00;-244.00", "size": "26;24", "children": []}]}, {"name": null, "role": "AXCheckBox", "description": "Treat indented text on the following lines as part of the same TODO", "role_description": "checkbox", "value": 1, "position": "-391.00;-244.00", "size": "705;25", "children": []}, {"name": null, "role": "AXScrollArea", "description": null, "role_description": "scroll area", "value": 0, "position": "-391.00;-244.00", "size": "703;227", "children": [{"name": null, "role": "AXTable", "description": "table", "role_description": "table", "value": 0, "position": "-391.00;-244.00", "size": "703;202", "children": [{"name": null, "role": "AXRow", "description": null, "role_description": "row", "value": 0, "position": "-391.00;-244.00", "size": "703;28", "children": [{"name": null, "role": "AXCell", "description": null, "role_description": "cell", "value": 0, "position": "-391.00;-244.00", "size": "42;28", "children": [{"name": null, "role": "AXImage", "description": null, "role_description": "image", "value": 0, "position": "-391.00;-244.00", "size": "42;28", "children": []}]}, {"name": null, "role": "AXCell", "description": null, "role_description": "cell", "value": 0, "position": "-391.00;-244.00", "size": "111;28", "children": [{"name": null, "role": "AXCheckBox", "description": null, "role_description": "checkbox", "value": 0, "position": "-391.00;-244.00", "size": "111;28", "children": []}]}, {"name": null, "role": "AXCell", "description": "\\btodo\\b.*", "role_description": "cell", "value": 0, "position": "-391.00;-244.00", "size": "550;28", "children": [{"name": null, "role": "AXStaticText", "description": "\\btodo\\b.*", "role_description": "text", "value": 0, "position": "-391.00;-244.00", "size": "550;28", "children": []}]}]}, {"name": null, "role": "AXRow", "description": null, "role_description": "row", "value": 0, "position": "-391.00;-244.00", "size": "703;28", "children": [{"name": null, "role": "AXCell", "description": null, "role_description": "cell", "value": 0, "position": "-391.00;-244.00", "size": "42;28", "children": [{"name": null, "role": "AXImage", "description": null, "role_description": "image", "value": 0, "position": "-391.00;-244.00", "size": "42;28", "children": []}]}, {"name": null, "role": "AXCell", "description": null, "role_description": "cell", "value": 0, "position": "-391.00;-244.00", "size": "111;28", "children": [{"name": null, "role": "AXCheckBox", "description": null, "role_description": "checkbox", "value": 0, "position": "-391.00;-244.00", "size": "111;28", "children": []}]}, {"name": null, "role": "AXCell", "description": "\\bfixme\\b.*", "role_description": "cell", "value": 0, "position": "-391.00;-244.00", "size": "550;28", "children": [{"name": null, "role": "AXStaticText", "description": "\\bfixme\\b.*", "role_description": "text", "value": 0, "position": "-391.00;-244.00", "size": "550;28", "children": []}]}]}]}, {"name": null, "role": "AXScrollBar", "description": null, "role_description": "scroll bar", "value": 0, "position": "-391.00;-244.00", "size": "0;0", "children": []}, {"name": null, "role": "AXScrollBar", "description": null, "role_description": "scroll bar", "value": 0, "position": "-391.00;-244.00", "size": "0;0", "children": []}, {"name": null, "role": "AXStaticText", "description": "Icon", "role_description": "text", "value": "Icon", "position": "-391.00;-244.00", "size": "42;0", "children": []}, {"name": null, "role": "AXStaticText", "description": "Case Sensitive", "role_description": "text", "value": "Case Sensitive", "position": "-391.00;-244.00", "size": "111;0", "children": []}, {"name": null, "role": "AXStaticText", "description": "Pattern", "role_description": "text", "value": "Pattern", "position": "-391.00;-244.00", "size": "550;0", "children": []}]}, {"name": null, "role": "AXGroup", "description": "Action Toolbar", "role_description": "group", "value": 0, "position": "-391.00;-244.00", "size": "703;24", "children": [{"name": null, "role": "AXButton", "description": "Add", "role_description": "button", "value": null, "position": "-391.00;-244.00", "size": "26;24", "children": []}, {"name": null, "role": "AXButton", "description": "Remove", "role_description": "button", "value": null, "position": "-391.00;-244.00", "size": "26;24", "children": []}, {"name": null, "role": "AXButton", "description": "Edit", "role_description": "button", "value": null, "position": "-391.00;-244.00", "size": "26;24", "children": []}]}, {"name": null, "role": "AXScrollArea", "description": null, "role_description": "scroll area", "value": 0, "position": "-391.00;-244.00", "size": "703;205", "children": [{"name": null, "role": "AXTable", "description": "table", "role_description": "table", "value": 0, "position": "-391.00;-244.00", "size": "703;180", "children": []}, {"name": null, "role": "AXScrollBar", "description": null, "role_description": "scroll bar", "value": 0, "position": "-391.00;-244.00", "size": "0;0", "children": []}, {"name": null, "role": "AXScrollBar", "description": null, "role_description": "scroll bar", "value": 0, "position": "-391.00;-244.00", "size": "0;0", "children": []}, {"name": null, "role": "AXStaticText", "description": "Name", "role_description": "text", "value": "Name", "position": "-391.00;-244.00", "size": "153;0", "children": []}, {"name": null, "role": "AXStaticText", "description": "Patterns", "role_description": "text", "value": "Patterns", "position": "-391.00;-244.00", "size": "550;0", "children": []}]}, {"name": null, "role": "AXGroup", "description": "Action Toolbar", "role_description": "group", "value": 0, "position": "-391.00;-244.00", "size": "703;24", "children": [{"name": null, "role": "AXButton", "description": "Add", "role_description": "button", "value": null, "position": "-391.00;-244.00", "size": "26;24", "children": []}, {"name": null, "role": "AXButton", "description": "Remove", "role_description": "button", "value": null, "position": "-391.00;-244.00", "size": "26;24", "children": []}, {"name": null, "role": "AXButton", "description": "Edit", "role_description": "button", "value": null, "position": "-391.00;-244.00", "size": "26;24", "children": []}]}, {"name": null, "role": "AXTextField", "description": "Search plugins", "role_description": "text field", "value": "", "position": "-391.00;-244.00", "size": "331;36", "children": []}, {"name": null, "role": "AXScrollArea", "description": null, "role_description": "scroll area", "value": 0, "position": "-391.00;-244.00", "size": "331;562", "children": [{"name": null, "role": "AXScrollBar", "description": null, "role_description": "scroll bar", "value": 0, "position": "-391.00;-244.00", "size": "14;562", "children": []}, {"name": null, "role": "AXScrollBar", "description": null, "role_description": "scroll bar", "value": 0, "position": "-391.00;-244.00", "size": "0;0", "children": []}, {"name": null, "role": "AXGroup", "description": "Marketplace", "role_description": "group", "value": 0, "position": "-391.00;-244.00", "size": "331;2531", "children": [{"name": null, "role": "AXGroup", "description": "Staff Picks", "role_description": "group", "value": 0, "position": "-391.00;-244.00", "size": "331;25", "children": [{"name": null, "role": "AXStaticText", "description": "Staff Picks", "role_description": "text", "value": "Staff Picks", "position": "-391.00;-244.00", "size": "66;17", "children": []}]}, {"name": null, "role": "AXGroup", "description": "BashSupport Pro", "role_description": "group", "value": 0, "position": "-391.00;-244.00", "size": "331;73", "children": [{"name": null, "role": "AXImage", "description": null, "role_description": "image", "value": null, "position": "-391.00;-244.00", "size": "40;40", "children": []}, {"name": null, "role": "AXStaticText", "description": "BashSupport Pro", "role_description": "text", "value": "BashSupport Pro", "position": "-391.00;-244.00", "size": "106;17", "children": []}, {"name": null, "role": "AXLink", "description": "Paid", "role_description": "link", "value": null, "position": "-391.00;-244.00", "size": "39;16", "children": []}, {"name": null, "role": "AXButton", "description": "Install", "role_description": "button", "value": null, "position": "-391.00;-244.00", "size": "78;34", "children": []}, {"name": null, "role": "AXCheckBox", "description": "Enabled", "role_description": "checkbox", "value": 0, "position": "-391.00;-244.00", "size": "0;0", "children": []}, {"name": null, "role": "AXStaticText", "description": "414K", "role_description": "text", "value": "414K", "position": "-391.00;-244.00", "size": "40;14", "children": []}, {"name": null, "role": "AXStaticText", "description": "4.71", "role_description": "text", "value": "4.71", "position": "-391.00;-244.00", "size": "35;14", "children": []}, {"name": null, "role": "AXStaticText", "description": "", "role_description": "text", "value": "", "position": "-391.00;-244.00", "size": "0;0", "children": []}, {"name": null, "role": "AXStaticText", "description": "Joachim Ansorg", "role_description": "text", "value": "Joachim Ansorg", "position": "-391.00;-244.00", "size": "83;14", "children": []}]}, {"name": null, "role": "AXGroup", "description": "Debug Image Viewer (former OpenCV Image Viewer)", "role_description": "group", "value": 0, "position": "-391.00;-244.00", "size": "331;73", "children": [{"name": null, "role": "AXImage", "description": null, "role_description": "image", "value": null, "position": "-391.00;-244.00", "size": "40;40", "children": []}, {"name": null, "role": "AXStaticText", "description": "Debug Image Viewer (former OpenCV Image Viewer)", "role_description": "text", "value": "Debug Image Viewer (former OpenCV Image Viewer)", "position": "-391.00;-244.00", "size": "175;17", "children": []}, {"name": null, "role": "AXButton", "description": "Install", "role_description": "button", "value": null, "position": "-391.00;-244.00", "size": "78;34", "children": []}, {"name": null, "role": "AXCheckBox", "description": "Enabled", "role_description": "checkbox", "value": 0, "position": "-391.00;-244.00", "size": "0;0", "children": []}, {"name": null, "role": "AXStaticText", "description": "144,1K", "role_description": "text", "value": "144,1K", "position": "-391.00;-244.00", "size": "48;14", "children": []}, {"name": null, "role": "AXStaticText", "description": "4.23", "role_description": "text", "value": "4.23", "position": "-391.00;-244.00", "size": "38;14", "children": []}, {"name": null, "role": "AXStaticText", "description": "", "role_description": "text", "value": "", "position": "-391.00;-244.00", "size": "0;0", "children": []}, {"name": null, "role": "AXStaticText", "description": "sudo", "role_description": "text", "value": "sudo", "position": "-391.00;-244.00", "size": "25;14", "children": []}]}, {"name": null, "role": "AXGroup", "description": "Pydantic", "role_description": "group", "value": 0, "position": "-391.00;-244.00", "size": "331;73", "children": [{"name": null, "role": "AXImage", "description": null, "role_description": "image", "value": null, "position": "-391.00;-244.00", "size": "40;40", "children": []}, {"name": null, "role": "AXStaticText", "description": "Pydantic", "role_description": "text", "value": "Pydantic", "position": "-391.00;-244.00", "size": "55;17", "children": []}, {"name": null, "role": "AXButton", "description": "Install", "role_description": "button", "value": null, "position": "-391.00;-244.00", "size": "78;34", "children": []}, {"name": null, "role": "AXCheckBox", "description": "Enabled", "role_description": "checkbox", "value": 0, "position": "-391.00;-244.00", "size": "0;0", "children": []}, {"name": null, "role": "AXStaticText", "description": "450,9K", "role_description": "text", "value": "450,9K", "position": "-391.00;-244.00", "size": "52;14", "children": []}, {"name": null, "role": "AXStaticText", "description": "4.86", "role_description": "text", "value": "4.86", "position": "-391.00;-244.00", "size": "38;14", "children": []}, {"name": null, "role": "AXStaticText", "description": "", "role_description": "text", "value": "", "position": "-391.00;-244.00", "size": "0;0", "children": []}, {"name": null, "role": "AXStaticText", "description": "Kodai Aono", "role_description": "text", "value": "Kodai Aono", "position": "-391.00;-244.00", "size": "59;14", "children": []}]}, {"name": null, "role": "AXGroup", "description": "IdeaVim", "role_description": "group", "value": 0, "position": "-391.00;-244.00", "size": "331;73", "children": [{"name": null, "role": "AXImage", "description": null, "role_description": "image", "value": null, "position": "-391.00;-244.00", "size": "40;40", "children": []}, {"name": null, "role": "AXStaticText", "description": "IdeaVim", "role_description": "text", "value": "IdeaVim", "position": "-391.00;-244.00", "size": "51;17", "children": []}, {"name": null, "role": "AXButton", "description": "Install", "role_description": "button", "value": null, "position": "-391.00;-244.00", "size": "78;34", "children": []}, {"name": null, "role": "AXCheckBox", "description": "Enabled", "role_description": "checkbox", "value": 0, "position": "-391.00;-244.00", "size": "0;0", "children": []}, {"name": null, "role": "AXStaticText", "description": "16,1M", "role_description": "text", "value": "16,1M", "position": "-391.00;-244.00", "size": "44;14", "children": []}, {"name": null, "role": "AXStaticText", "description": "4.42", "role_description": "text", "value": "4.42", "position": "-391.00;-244.00", "size": "38;14", "children": []}, {"name": null, "role": "AXStaticText", "description": "", "role_description": "text", "value": "", "position": "-391.00;-244.00", "size": "0;0", "children": []}, {"name": null, "role": "AXStaticText", "description": "JetBrains s.r.o.", "role_description": "text", "value": "JetBrains s.r.o.", "position": "-391.00;-244.00", "size": "77;14", "children": []}]}, {"name": null, "role": "AXGroup", "description": "CSV Editor", "role_description": "group", "value": 0, "position": "-391.00;-244.00", "size": "331;73", "children": [{"name": null, "role": "AXImage", "description": null, "role_description": "image", "value": null, "position": "-391.00;-244.00", "size": "40;40", "children": []}, {"name": null, "role": "AXStaticText", "description": "CSV Editor", "role_description": "text", "value": "CSV Editor", "position": "-391.00;-244.00", "size": "68;17", "children": []}, {"name": null, "role": "AXButton", "description": "Install", "role_description": "button", "value": null, "position": "-391.00;-244.00", "size": "78;34", "children": []}, {"name": null, "role": "AXCheckBox", "description": "Enabled", "role_description": "checkbox", "value": 0, "position": "-391.00;-244.00", "size": "0;0", "children": []}, {"name": null, "role": "AXStaticText", "description": "11,2M", "role_description": "text", "value": "11,2M", "position": "-391.00;-244.00", "size": "44;14", "children": []}, {"name": null, "role": "AXStaticText", "description": "4.56", "role_description": "text", "value": "4.56", "position": "-391.00;-244.00", "size": "38;14", "children": []}, {"name": null, "role": "AXStaticText", "description": "", "role_description": "text", "value": "", "position": "-391.00;-244.00", "size": "0;0", "children": []}, {"name": null, "role": "AXStaticText", "description": "Martin Sommer", "role_description": "text", "value": "Martin Sommer", "position": "-391.00;-244.00", "size": "79;14", "children": []}]}, {"name": null, "role": "AXGroup", "description": ".env files support", "role_description": "group", "value": 0, "position": "-391.00;-244.00", "size": "331;73", "children": [{"name": null, "role": "AXImage", "description": null, "role_description": "image", "value": null, "position": "-391.00;-244.00", "size": "40;40", "children": []}, {"name": null, "role": "AXStaticText", "description": ".env files support", "role_description": "text", "value": ".env files support", "position": "-391.00;-244.00", "size": "109;17", "children": []}, {"name": null, "role": "AXButton", "description": "Install", "role_description": "button", "value": null, "position": "-391.00;-244.00", "size": "78;34", "children": []}, {"name": null, "role": "AXCheckBox", "description": "Enabled", "role_description": "checkbox", "value": 0, "position": "-391.00;-244.00", "size": "0;0", "children": []}, {"name": null, "role": "AXStaticText", "description": "11M", "role_description": "text", "value": "11M", "position": "-391.00;-244.00", "size": "34;14", "children": []}, {"name": null, "role": "AXStaticText", "description": "4.83", "role_description": "text", "value": "4.83", "position": "-391.00;-244.00", "size": "38;14", "children": []}, {"name": null, "role": "AXStaticText", "description": "", "role_description": "text", "value": "", "position": "-391.00;-244.00", "size": "0;0", "children": []}, {"name": null, "role": "AXStaticText", "description": "Adel Faizrakhmanov", "role_description": "text", "value": "Adel Faizrakhmanov", "position": "-391.00;-244.00", "size": "105;14", "children": []}]}, {"name": null, "role": "AXGroup", "description": "New and Updated", "role_description": "group", "value": 0, "position": "-391.00;-244.00", "size": "331;25", "children": [{"name": null, "role": "AXStaticText", "description": "New and Updated", "role_description": "text", "value": "New and Updated", "position": "-391.00;-244.00", "size": "112;17", "children": []}, {"name": null, "role": "AXButton", "description": "Show all", "role_description": "button", "value": null, "position": "-391.00;-244.00", "size": "56;17", "children": []}]}, {"name": null, "role": "AXGroup", "description": "Database Navigator", "role_description": "group", "value": 0, "position": "-391.00;-244.00", "size": "331;73", "children": [{"name": null, "role": "AXImage", "description": null, "role_description": "image", "value": null, "position": "-391.00;-244.00", "size": "40;40", "children": []}, {"name": null, "role": "AXStaticText", "description": "Database Navigator", "role_description": "text", "value": "Database Navigator", "position": "-391.00;-244.00", "size": "125;17", "children": []}, {"name": null, "role": "AXButton", "description": "Install", "role_description": "button", "value": null, "position": "-391.00;-244.00", "size": "78;34", "children": []}, {"name": null, "role": "AXCheckBox", "description": "Enabled", "role_description": "checkbox", "value": 0, "position": "-391.00;-244.00", "size": "0;0", "children": []}, {"name": null, "role": "AXStaticText", "description": "4,3M", "role_description": "text", "value": "4,3M", "position": "-391.00;-244.00", "size": "41;14", "children": []}, {"name": null, "role": "AXStaticText", "description": "3.96", "role_description": "text", "value": "3.96", "position": "-391.00;-244.00", "size": "38;14", "children": []}, {"name": null, "role": "AXStaticText", "description": "", "role_description": "text", "value": "", "position": "-391.00;-244.00", "size": "0;0", "children": []}, {"name": null, "role": "AXStaticText", "description": "Dan Cioca", "role_description": "text", "value": "Dan Cioca", "position": "-391.00;-244.00", "size": "53;14", "children": []}]}, {"name": null, "role": "AXGroup", "description": "Perl", "role_description": "group", "value": 0, "position": "-391.00;-244.00", "size": "331;73", "children": [{"name": null, "role": "AXImage", "description": null, "role_description": "image", "value": null, "position": "-391.00;-244.00", "size": "40;40", "children": []}, {"name": null, "role": "AXStaticText", "description": "Perl", "role_description": "text", "value": "Perl", "position": "-391.00;-244.00", "size": "25;17", "children": []}, {"name": null, "role": "AXButton", "description": "Install", "role_description": "button", "value": null, "position": "-391.00;-244.00", "size": "78;34", "children": []}, {"name": null, "role": "AXCheckBox", "description": "Enabled", "role_description": "checkbox", "value": 0, "position": "-391.00;-244.00", "size": "0;0", "children": []}, {"name": null, "role": "AXStaticText", "description": "924,2K", "role_description": "text", "value": "924,2K", "position": "-391.00;-244.00", "size": "51;14", "children": []}, {"name": null, "role": "AXStaticText", "description": "4.88", "role_description": "text", "value": "4.88", "position": "-391.00;-244.00", "size": "38;14", "children": []}, {"name": null, "role": "AXStaticText", "description": "", "role_description": "text", "value": "", "position": "-391.00;-244.00", "size": "0;0", "children": []}, {"name": null, "role": "AXStaticText", "description": "Alexandr Evstigneev", "role_description": "text", "value": "Alexandr Evstigneev", "position": "-391.00;-244.00", "size": "106;14", "children": []}]}, {"name": null, "role": "AXGroup", "description": "Template Toolkit Support", "role_description": "group", "value": 0, "position": "-391.00;-244.00", "size": "331;73", "children": [{"name": null, "role": "AXImage", "description": null, "role_description": "image", "value": null, "position": "-391.00;-244.00", "size": "40;40", "children": []}, {"name": null, "role": "AXStaticText", "description": "Template Toolkit Support", "role_description": "text", "value": "Template Toolkit Support", "position": "-391.00;-244.00", "size": "160;17", "children": []}, {"name": null, "role": "AXButton", "description": "Install", "role_description": "button", "value": null, "position": "-391.00;-244.00", "size": "78;34", "children": []}, {"name": null, "role": "AXCheckBox", "description": "Enabled", "role_description": "checkbox", "value": 0, "position": "-391.00;-244.00", "size": "0;0", "children": []}, {"name": null, "role": "AXStaticText", "description": "32,1K", "role_description": "text", "value": "32,1K", "position": "-391.00;-244.00", "size": "43;14", "children": []}, {"name": null, "role": "AXStaticText", "description": "", "role_description": "text", "value": "", "position": "-391.00;-244.00", "size": "0;0", "children": []}, {"name": null, "role": "AXStaticText", "description": "Alexandr Evstigneev", "role_description": "text", "value": "Alexandr Evstigneev", "position": "-391.00;-244.00", "size": "106;14", "children": []}]}, {"name": null, "role": "AXGroup", "description": "Mojolicious Support", "role_description": "group", "value": 0, "position": "-391.00;-244.00", "size": "331;73", "children": [{"name": null, "role": "AXImage", "description": null, "role_description": "image", "value": null, "position": "-391.00;-244.00", "size": "40;40", "children": []}, {"name": null, "role": "AXStaticText", "description": "Mojolicious Support", "role_description": "text", "value": "Mojolicious Support", "position": "-391.00;-244.00", "size": "125;17", "children": []}, {"name": null, "role": "AXButton", "description": "Install", "role_description": "button", "value": null, "position": "-391.00;-244.00", "size": "78;34", "children": []}, {"name": null, "role": "AXCheckBox", "description": "Enabled", "role_description": "checkbox", "value": 0, "position": "-391.00;-244.00", "size": "0;0", "children": []}, {"name": null, "role": "AXStaticText", "description": "22,3K", "role_description": "text", "value": "22,3K", "position": "-391.00;-244.00", "size": "44;14", "children": []}, {"name": null, "role": "AXStaticText", "description": "4.43", "role_description": "text", "value": "4.43", "position": "-391.00;-244.00", "size": "38;14", "children": []}, {"name": null, "role": "AXStaticText", "description": "", "role_description": "text", "value": "", "position": "-391.00;-244.00", "size": "0;0", "children": []}, {"name": null, "role": "AXStaticText", "description": "Alexandr Evstigneev", "role_description": "text", "value": "Alexandr Evstigneev", "position": "-391.00;-244.00", "size": "106;14", "children": []}]}, {"name": null, "role": "AXGroup", "description": "Mason2 Support", "role_description": "group", "value": 0, "position": "-391.00;-244.00", "size": "331;73", "children": [{"name": null, "role": "AXImage", "description": null, "role_description": "image", "value": null, "position": "-391.00;-244.00", "size": "40;40", "children": []}, {"name": null, "role": "AXStaticText", "description": "Mason2 Support", "role_description": "text", "value": "Mason2 Support", "position": "-391.00;-244.00", "size": "104;17", "children": []}, {"name": null, "role": "AXButton", "description": "Install", "role_description": "button", "value": null, "position": "-391.00;-244.00", "size": "78;34", "children": []}, {"name": null, "role": "AXCheckBox", "description": "Enabled", "role_description": "checkbox", "value": 0, "position": "-391.00;-244.00", "size": "0;0", "children": []}, {"name": null, "role": "AXStaticText", "description": "24,3K", "role_description": "text", "value": "24,3K", "position": "-391.00;-244.00", "size": "45;14", "children": []}, {"name": null, "role": "AXStaticText", "description": "", "role_description": "text", "value": "", "position": "-391.00;-244.00", "size": "0;0", "children": []}, {"name": null, "role": "AXStaticText", "description": "Alexandr Evstigneev", "role_description": "text", "value": "Alexandr Evstigneev", "position": "-391.00;-244.00", "size": "106;14", "children": []}]}, {"name": null, "role": "AXGroup", "description": "Mason Framework", "role_description": "group", "value": 0, "position": "-391.00;-244.00", "size": "331;73", "children": [{"name": null, "role": "AXImage", "description": null, "role_description": "image", "value": null, "position": "-391.00;-244.00", "size": "40;40", "children": []}, {"name": null, "role": "AXStaticText", "description": "Mason Framework", "role_description": "text", "value": "Mason Framework", "position": "-391.00;-244.00", "size": "116;17", "children": []}, {"name": null, "role": "AXButton", "description": "Install", "role_description": "button", "value": null, "position": "-391.00;-244.00", "size": "78;34", "children": []}, {"name": null, "role": "AXCheckBox", "description": "Enabled", "role_description": "checkbox", "value": 0, "position": "-391.00;-244.00", "size": "0;0", "children": []}, {"name": null, "role": "AXStaticText", "description": "51,3K", "role_description": "text", "value": "51,3K", "position": "-391.00;-244.00", "size": "43;14", "children": []}, {"name": null, "role": "AXStaticText", "description": "", "role_description": "text", "value": "", "position": "-391.00;-244.00", "size": "0;0", "children": []}, {"name": null, "role": "AXStaticText", "description": "Alexandr Evstigneev", "role_description": "text", "value": "Alexandr Evstigneev", "position": "-391.00;-244.00", "size": "106;14", "children": []}]}, {"name": null, "role": "AXGroup", "description": "HTML::Mason Support", "role_description": "group", "value": 0, "position": "-391.00;-244.00", "size": "331;73", "children": [{"name": null, "role": "AXImage", "description": null, "role_description": "image", "value": null, "position": "-391.00;-244.00", "size": "40;40", "children": []}, {"name": null, "role": "AXStaticText", "description": "HTML::Mason Support", "role_description": "text", "value": "HTML::Mason Support", "position": "-391.00;-244.00", "size": "141;17", "children": []}, {"name": null, "role": "AXButton", "description": "Install", "role_description": "button", "value": null, "position": "-391.00;-244.00", "size": "78;34", "children": []}, {"name": null, "role": "AXCheckBox", "description": "Enabled", "role_description": "checkbox", "value": 0, "position": "-391.00;-244.00", "size": "0;0", "children": []}, {"name": null, "role": "AXStaticText", "description": "39,3K", "role_description": "text", "value": "39,3K", "position": "-391.00;-244.00", "size": "45;14", "children": []}, {"name": null, "role": "AXStaticText", "description": "", "role_description": "text", "value": "", "position": "-391.00;-244.00", "size": "0;0", "children": []}, {"name": null, "role": "AXStaticText", "description": "Alexandr Evstigneev", "role_description": "text", "value": "Alexandr Evstigneev", "position": "-391.00;-244.00", "size": "106;14", "children": []}]}, {"name": null, "role": "AXGroup", "description": "Embedded Perl Support", "role_description": "group", "value": 0, "position": "-391.00;-244.00", "size": "331;73", "children": [{"name": null, "role": "AXImage", "description": null, "role_description": "image", "value": null, "position": "-391.00;-244.00", "size": "40;40", "children": []}, {"name": null, "role": "AXStaticText", "description": "Embedded Perl Support", "role_description": "text", "value": "Embedded Perl Support", "position": "-391.00;-244.00", "size": "149;17", "children": []}, {"name": null, "role": "AXButton", "description": "Install", "role_description": "button", "value": null, "position": "-391.00;-244.00", "size": "78;34", "children": []}, {"name": null, "role": "AXCheckBox", "description": "Enabled", "role_description": "checkbox", "value": 0, "position": "-391.00;-244.00", "size": "0;0", "children": []}, {"name": null, "role": "AXStaticText", "description": "29,1K", "role_description": "text", "value": "29,1K", "position": "-391.00;-244.00", "size": "43;14", "children": []}, {"name": null, "role": "AXStaticText", "description": "", "role_description": "text", "value": "", "position": "-391.00;-244.00", "size": "0;0", "children": []}, {"name": null, "role": "AXStaticText", "description": "Alexandr Evstigneev", "role_description": "text", "value": "Alexandr Evstigneev", "position": "-391.00;-244.00", "size": "106;14", "children": []}]}, {"name": null, "role": "AXGroup", "description": "Spring Boot Jasypt", "role_description": "group", "value": 0, "position": "-391.00;-244.00", "size": "331;73", "children": [{"name": null, "role": "AXImage", "description": null, "role_description": "image", "value": null, "position": "-391.00;-244.00", "size": "40;40", "children": []}, {"name": null, "role": "AXStaticText", "description": "Spring Boot Jasypt", "role_description": "text", "value": "Spring Boot Jasypt", "position": "-391.00;-244.00", "size": "119;17", "children": []}, {"name": null, "role": "AXButton", "description": "Install", "role_description": "button", "value": null, "position": "-391.00;-244.00", "size": "78;34", "children": []}, {"name": null, "role": "AXCheckBox", "description": "Enabled", "role_description": "checkbox", "value": 0, "position": "-391.00;-244.00", "size": "0;0", "children": []}, {"name": null, "role": "AXStaticText", "description": "11,3K", "role_description": "text", "value": "11,3K", "position": "-391.00;-244.00", "size": "41;14", "children": []}, {"name": null, "role": "AXStaticText", "description": "4.07", "role_description": "text", "value": "4.07", "position": "-391.00;-244.00", "size": "37;14", "children": []}, {"name": null, "role": "AXStaticText", "description": "", "role_description": "text", "value": "", "position": "-391.00;-244.00", "size": "0;0", "children": []}, {"name": null, "role": "AXStaticText", "description": "Slawomir Dadas", "role_description": "text", "value": "Slawomir Dadas", "position": "-391.00;-244.00", "size": "83;14", "children": []}]}, {"name": null, "role": "AXGroup", "description": "Top Downloads", "role_description": "group", "value": 0, "position": "-391.00;-244.00", "size": "331;25", "children": [{"name": null, "role": "AXStaticText", "description": "Top Downloads", "role_description": "text", "value": "Top Downloads", "position": "-391.00;-244.00", "size": "96;17", "children": []}, {"name": null, "role": "AXButton", "description": "Show all", "role_description": "button", "value": null, "position": "-391.00;-244.00", "size": "56;17", "children": []}]}, {"name": null, "role": "AXGroup", "description": "Chinese (Simplified) Language Pack / 中文语言包", "role_description": "group", "value": 0, "position": "-391.00;-244.00", "size": "331;65", "children": [{"name": null, "role": "AXImage", "description": null, "role_description": "image", "value": null, "position": "-391.00;-244.00", "size": "40;40", "children": []}, {"name": null, "role": "AXStaticText", "description": "Chinese (Simplified) Language Pack / 中文语言包", "role_description": "text", "value": "Chinese (Simplified) Language Pack / 中文语言包", "position": "-391.00;-244.00", "size": "217;17", "children": []}, {"name": null, "role": "AXButton", "description": "Installed", "role_description": "button", "value": null, "position": "-391.00;-244.00", "size": "0;0", "children": []}, {"name": null, "role": "AXCheckBox", "description": "Enabled", "role_description": "checkbox", "value": 1, "position": "-391.00;-244.00", "size": "36;26", "children": []}, {"name": null, "role": "AXStaticText", "description": "30,2M", "role_description": "text", "value": "30,2M", "position": "-391.00;-244.00", "size": "47;14", "children": []}, {"name": null, "role": "AXStaticText", "description": "4.22", "role_description": "text", "value": "4.22", "position": "-391.00;-244.00", "size": "37;14", "children": []}, {"name": null, "role": "AXStaticText", "description": "242.20224.347", "role_description": "text", "value": "242.20224.347", "position": "-391.00;-244.00", "size": "80;14", "children": []}, {"name": null, "role": "AXStaticText", "description": "JetBrains s.r.o.", "role_description": "text", "value": "JetBrains s.r.o.", "position": "-391.00;-244.00", "size": "76;14", "children": []}]}, {"name": null, "role": "AXGroup", "description": "Dart", "role_description": "group", "value": 0, "position": "-391.00;-244.00", "size": "331;73", "children": [{"name": null, "role": "AXImage", "description": null, "role_description": "image", "value": null, "position": "-391.00;-244.00", "size": "40;40", "children": []}, {"name": null, "role": "AXStaticText", "description": "Dart", "role_description": "text", "value": "Dart", "position": "-391.00;-244.00", "size": "27;17", "children": []}, {"name": null, "role": "AXButton", "description": "Install", "role_description": "button", "value": null, "position": "-391.00;-244.00", "size": "78;34", "children": []}, {"name": null, "role": "AXCheckBox", "description": "Enabled", "role_description": "checkbox", "value": 0, "position": "-391.00;-244.00", "size": "0;0", "children": []}, {"name": null, "role": "AXStaticText", "description": "19,3M", "role_description": "text", "value": "19,3M", "position": "-391.00;-244.00", "size": "46;14", "children": []}, {"name": null, "role": "AXStaticText", "description": "3.42", "role_description": "text", "value": "3.42", "position": "-391.00;-244.00", "size": "38;14", "children": []}, {"name": null, "role": "AXStaticText", "description": "", "role_description": "text", "value": "", "position": "-391.00;-244.00", "size": "0;0", "children": []}, {"name": null, "role": "AXStaticText", "description": "JetBrains s.r.o.", "role_description": "text", "value": "JetBrains s.r.o.", "position": "-391.00;-244.00", "size": "77;14", "children": []}]}, {"name": null, "role": "AXGroup", "description": "Rainbow Brackets", "role_description": "group", "value": 0, "position": "-391.00;-244.00", "size": "331;73", "children": [{"name": null, "role": "AXImage", "description": null, "role_description": "image", "value": null, "position": "-391.00;-244.00", "size": "40;40", "children": []}, {"name": null, "role": "AXStaticText", "description": "Rainbow Brackets", "role_description": "text", "value": "Rainbow Brackets", "position": "-391.00;-244.00", "size": "113;17", "children": []}, {"name": null, "role": "AXButton", "description": "Install", "role_description": "button", "value": null, "position": "-391.00;-244.00", "size": "78;34", "children": []}, {"name": null, "role": "AXCheckBox", "description": "Enabled", "role_description": "checkbox", "value": 0, "position": "-391.00;-244.00", "size": "0;0", "children": []}, {"name": null, "role": "AXStaticText", "description": "17,5M", "role_description": "text", "value": "17,5M", "position": "-391.00;-244.00", "size": "45;14", "children": []}, {"name": null, "role": "AXStaticText", "description": "4.50", "role_description": "text", "value": "4.50", "position": "-391.00;-244.00", "size": "38;14", "children": []}, {"name": null, "role": "AXStaticText", "description": "", "role_description": "text", "value": "", "position": "-391.00;-244.00", "size": "0;0", "children": []}, {"name": null, "role": "AXStaticText", "description": "Zhihao Zhang", "role_description": "text", "value": "Zhihao Zhang", "position": "-391.00;-244.00", "size": "71;14", "children": []}]}, {"name": null, "role": "AXGroup", "description": ".ignore", "role_description": "group", "value": 0, "position": "-391.00;-244.00", "size": "331;73", "children": [{"name": null, "role": "AXImage", "description": null, "role_description": "image", "value": null, "position": "-391.00;-244.00", "size": "40;40", "children": []}, {"name": null, "role": "AXStaticText", "description": ".ignore", "role_description": "text", "value": ".ignore", "position": "-391.00;-244.00", "size": "44;17", "children": []}, {"name": null, "role": "AXButton", "description": "Install", "role_description": "button", "value": null, "position": "-391.00;-244.00", "size": "78;34", "children": []}, {"name": null, "role": "AXCheckBox", "description": "Enabled", "role_description": "checkbox", "value": 0, "position": "-391.00;-244.00", "size": "0;0", "children": []}, {"name": null, "role": "AXStaticText", "description": "17M", "role_description": "text", "value": "17M", "position": "-391.00;-244.00", "size": "35;14", "children": []}, {"name": null, "role": "AXStaticText", "description": "3.90", "role_description": "text", "value": "3.90", "position": "-391.00;-244.00", "size": "38;14", "children": []}, {"name": null, "role": "AXStaticText", "description": "", "role_description": "text", "value": "", "position": "-391.00;-244.00", "size": "0;0", "children": []}, {"name": null, "role": "AXStaticText", "description": "JetBrains s.r.o.", "role_description": "text", "value": "JetBrains s.r.o.", "position": "-391.00;-244.00", "size": "77;14", "children": []}]}, {"name": null, "role": "AXGroup", "description": "IdeaVim", "role_description": "group", "value": 0, "position": "-391.00;-244.00", "size": "331;73", "children": [{"name": null, "role": "AXImage", "description": null, "role_description": "image", "value": null, "position": "-391.00;-244.00", "size": "40;40", "children": []}, {"name": null, "role": "AXStaticText", "description": "IdeaVim", "role_description": "text", "value": "IdeaVim", "position": "-391.00;-244.00", "size": "51;17", "children": []}, {"name": null, "role": "AXButton", "description": "Install", "role_description": "button", "value": null, "position": "-391.00;-244.00", "size": "78;34", "children": []}, {"name": null, "role": "AXCheckBox", "description": "Enabled", "role_description": "checkbox", "value": 0, "position": "-391.00;-244.00", "size": "0;0", "children": []}, {"name": null, "role": "AXStaticText", "description": "16,1M", "role_description": "text", "value": "16,1M", "position": "-391.00;-244.00", "size": "44;14", "children": []}, {"name": null, "role": "AXStaticText", "description": "4.42", "role_description": "text", "value": "4.42", "position": "-391.00;-244.00", "size": "38;14", "children": []}, {"name": null, "role": "AXStaticText", "description": "", "role_description": "text", "value": "", "position": "-391.00;-244.00", "size": "0;0", "children": []}, {"name": null, "role": "AXStaticText", "description": "JetBrains s.r.o.", "role_description": "text", "value": "JetBrains s.r.o.", "position": "-391.00;-244.00", "size": "77;14", "children": []}]}, {"name": null, "role": "AXGroup", "description": "Material Theme UI", "role_description": "group", "value": 0, "position": "-391.00;-244.00", "size": "331;73", "children": [{"name": null, "role": "AXImage", "description": null, "role_description": "image", "value": null, "position": "-391.00;-244.00", "size": "40;40", "children": []}, {"name": null, "role": "AXStaticText", "description": "Material Theme UI", "role_description": "text", "value": "Material Theme UI", "position": "-391.00;-244.00", "size": "114;17", "children": []}, {"name": null, "role": "AXButton", "description": "Install", "role_description": "button", "value": null, "position": "-391.00;-244.00", "size": "78;34", "children": []}, {"name": null, "role": "AXCheckBox", "description": "Enabled", "role_description": "checkbox", "value": 0, "position": "-391.00;-244.00", "size": "0;0", "children": []}, {"name": null, "role": "AXStaticText", "description": "15,6M", "role_description": "text", "value": "15,6M", "position": "-391.00;-244.00", "size": "45;14", "children": []}, {"name": null, "role": "AXStaticText", "description": "3.27", "role_description": "text", "value": "3.27", "position": "-391.00;-244.00", "size": "37;14", "children": []}, {"name": null, "role": "AXStaticText", "description": "", "role_description": "text", "value": "", "position": "-391.00;-244.00", "size": "0;0", "children": []}, {"name": null, "role": "AXStaticText", "description": "Atom Material Themes & Plugins", "role_description": "text", "value": "Atom Material Themes & Plugins", "position": "-391.00;-244.00", "size": "165;14", "children": []}]}, {"name": null, "role": "AXGroup", "description": "Space", "role_description": "group", "value": 0, "position": "-391.00;-244.00", "size": "331;73", "children": [{"name": null, "role": "AXImage", "description": null, "role_description": "image", "value": null, "position": "-391.00;-244.00", "size": "40;40", "children": []}, {"name": null, "role": "AXStaticText", "description": "Space", "role_description": "text", "value": "Space", "position": "-391.00;-244.00", "size": "39;17", "children": []}, {"name": null, "role": "AXButton", "description": "Install", "role_description": "button", "value": null, "position": "-391.00;-244.00", "size": "78;34", "children": []}, {"name": null, "role": "AXCheckBox", "description": "Enabled", "role_description": "checkbox", "value": 0, "position": "-391.00;-244.00", "size": "0;0", "children": []}, {"name": null, "role": "AXStaticText", "description": "14,1M", "role_description": "text", "value": "14,1M", "position": "-391.00;-244.00", "size": "44;14", "children": []}, {"name": null, "role": "AXStaticText", "description": "2.86", "role_description": "text", "value": "2.86", "position": "-391.00;-244.00", "size": "37;14", "children": []}, {"name": null, "role": "AXStaticText", "description": "", "role_description": "text", "value": "", "position": "-391.00;-244.00", "size": "0;0", "children": []}, {"name": null, "role": "AXStaticText", "description": "JetBrains s.r.o.", "role_description": "text", "value": "JetBrains s.r.o.", "position": "-391.00;-244.00", "size": "77;14", "children": []}]}, {"name": null, "role": "AXGroup", "description": "JetBrains AI Assistant", "role_description": "group", "value": 0, "position": "-391.00;-244.00", "size": "331;73", "children": [{"name": null, "role": "AXImage", "description": null, "role_description": "image", "value": null, "position": "-391.00;-244.00", "size": "40;40", "children": []}, {"name": null, "role": "AXStaticText", "description": "JetBrains AI Assistant", "role_description": "text", "value": "JetBrains AI Assistant", "position": "-391.00;-244.00", "size": "138;17", "children": []}, {"name": null, "role": "AXButton", "description": "Install", "role_description": "button", "value": null, "position": "-391.00;-244.00", "size": "78;34", "children": []}, {"name": null, "role": "AXCheckBox", "description": "Enabled", "role_description": "checkbox", "value": 0, "position": "-391.00;-244.00", "size": "0;0", "children": []}, {"name": null, "role": "AXStaticText", "description": "11,7M", "role_description": "text", "value": "11,7M", "position": "-391.00;-244.00", "size": "43;14", "children": []}, {"name": null, "role": "AXStaticText", "description": "1.99", "role_description": "text", "value": "1.99", "position": "-391.00;-244.00", "size": "36;14", "children": []}, {"name": null, "role": "AXStaticText", "description": "", "role_description": "text", "value": "", "position": "-391.00;-244.00", "size": "0;0", "children": []}, {"name": null, "role": "AXStaticText", "description": "JetBrains s.r.o.", "role_description": "text", "value": "JetBrains s.r.o.", "position": "-391.00;-244.00", "size": "77;14", "children": []}]}, {"name": null, "role": "AXGroup", "description": "CSV Editor", "role_description": "group", "value": 0, "position": "-391.00;-244.00", "size": "331;73", "children": [{"name": null, "role": "AXImage", "description": null, "role_description": "image", "value": null, "position": "-391.00;-244.00", "size": "40;40", "children": []}, {"name": null, "role": "AXStaticText", "description": "CSV Editor", "role_description": "text", "value": "CSV Editor", "position": "-391.00;-244.00", "size": "68;17", "children": []}, {"name": null, "role": "AXButton", "description": "Install", "role_description": "button", "value": null, "position": "-391.00;-244.00", "size": "78;34", "children": []}, {"name": null, "role": "AXCheckBox", "description": "Enabled", "role_description": "checkbox", "value": 0, "position": "-391.00;-244.00", "size": "0;0", "children": []}, {"name": null, "role": "AXStaticText", "description": "11,2M", "role_description": "text", "value": "11,2M", "position": "-391.00;-244.00", "size": "44;14", "children": []}, {"name": null, "role": "AXStaticText", "description": "4.56", "role_description": "text", "value": "4.56", "position": "-391.00;-244.00", "size": "38;14", "children": []}, {"name": null, "role": "AXStaticText", "description": "", "role_description": "text", "value": "", "position": "-391.00;-244.00", "size": "0;0", "children": []}, {"name": null, "role": "AXStaticText", "description": "Martin Sommer", "role_description": "text", "value": "Martin Sommer", "position": "-391.00;-244.00", "size": "79;14", "children": []}]}, {"name": null, "role": "AXGroup", "description": "Top Rated", "role_description": "group", "value": 0, "position": "-391.00;-244.00", "size": "331;25", "children": [{"name": null, "role": "AXStaticText", "description": "Top Rated", "role_description": "text", "value": "Top Rated", "position": "-391.00;-244.00", "size": "64;17", "children": []}, {"name": null, "role": "AXButton", "description": "Show all", "role_description": "button", "value": null, "position": "-391.00;-244.00", "size": "56;17", "children": []}]}, {"name": null, "role": "AXGroup", "description": "Classic UI", "role_description": "group", "value": 0, "position": "-391.00;-244.00", "size": "331;73", "children": [{"name": null, "role": "AXImage", "description": null, "role_description": "image", "value": null, "position": "-391.00;-244.00", "size": "40;40", "children": []}, {"name": null, "role": "AXStaticText", "description": "Classic UI", "role_description": "text", "value": "Classic UI", "position": "-391.00;-244.00", "size": "62;17", "children": []}, {"name": null, "role": "AXButton", "description": "Install", "role_description": "button", "value": null, "position": "-391.00;-244.00", "size": "78;34", "children": []}, {"name": null, "role": "AXCheckBox", "description": "Enabled", "role_description": "checkbox", "value": 0, "position": "-391.00;-244.00", "size": "0;0", "children": []}, {"name": null, "role": "AXStaticText", "description": "20,6K", "role_description": "text", "value": "20,6K", "position": "-391.00;-244.00", "size": "44;14", "children": []}, {"name": null, "role": "AXStaticText", "description": "4.96", "role_description": "text", "value": "4.96", "position": "-391.00;-244.00", "size": "38;14", "children": []}, {"name": null, "role": "AXStaticText", "description": "", "role_description": "text", "value": "", "position": "-391.00;-244.00", "size": "0;0", "children": []}, {"name": null, "role": "AXStaticText", "description": "JetBrains s.r.o.", "role_description": "text", "value": "JetBrains s.r.o.", "position": "-391.00;-244.00", "size": "77;14", "children": []}]}, {"name": null, "role": "AXGroup", "description": "GdScript", "role_description": "group", "value": 0, "position": "-391.00;-244.00", "size": "331;73", "children": [{"name": null, "role": "AXImage", "description": null, "role_description": "image", "value": null, "position": "-391.00;-244.00", "size": "40;40", "children": []}, {"name": null, "role": "AXStaticText", "description": "GdScript", "role_description": "text", "value": "GdScript", "position": "-391.00;-244.00", "size": "56;17", "children": []}, {"name": null, "role": "AXButton", "description": "Install", "role_description": "button", "value": null, "position": "-391.00;-244.00", "size": "78;34", "children": []}, {"name": null, "role": "AXCheckBox", "description": "Enabled", "role_description": "checkbox", "value": 0, "position": "-391.00;-244.00", "size": "0;0", "children": []}, {"name": null, "role": "AXStaticText", "description": "42,7K", "role_description": "text", "value": "42,7K", "position": "-391.00;-244.00", "size": "44;14", "children": []}, {"name": null, "role": "AXStaticText", "description": "4.95", "role_description": "text", "value": "4.95", "position": "-391.00;-244.00", "size": "38;14", "children": []}, {"name": null, "role": "AXStaticText", "description": "", "role_description": "text", "value": "", "position": "-391.00;-244.00", "size": "0;0", "children": []}, {"name": null, "role": "AXStaticText", "description": "David Horacek", "role_description": "text", "value": "David Horacek", "position": "-391.00;-244.00", "size": "76;14", "children": []}]}, {"name": null, "role": "AXGroup", "description": "Extra ToolWindow Colorful Icons", "role_description": "group", "value": 0, "position": "-391.00;-244.00", "size": "331;73", "children": [{"name": null, "role": "AXImage", "description": null, "role_description": "image", "value": null, "position": "-391.00;-244.00", "size": "40;40", "children": []}, {"name": null, "role": "AXStaticText", "description": "Extra ToolWindow Colorful Icons", "role_description": "text", "value": "Extra ToolWindow Colorful Icons", "position": "-391.00;-244.00", "size": "175;17", "children": []}, {"name": null, "role": "AXButton", "description": "Install", "role_description": "button", "value": null, "position": "-391.00;-244.00", "size": "78;34", "children": []}, {"name": null, "role": "AXCheckBox", "description": "Enabled", "role_description": "checkbox", "value": 0, "position": "-391.00;-244.00", "size": "0;0", "children": []}, {"name": null, "role": "AXStaticText", "description": "800,6K", "role_description": "text", "value": "800,6K", "position": "-391.00;-244.00", "size": "51;14", "children": []}, {"name": null, "role": "AXStaticText", "description": "4.94", "role_description": "text", "value": "4.94", "position": "-391.00;-244.00", "size": "38;14", "children": []}, {"name": null, "role": "AXStaticText", "description": "", "role_description": "text", "value": "", "position": "-391.00;-244.00", "size": "0;0", "children": []}, {"name": null, "role": "AXStaticText", "description": "Jonathan Lermitage", "role_description": "text", "value": "Jonathan Lermitage", "position": "-391.00;-244.00", "size": "103;14", "children": []}]}, {"name": null, "role": "AXGroup", "description": "Key Promoter X", "role_description": "group", "value": 0, "position": "-391.00;-244.00", "size": "331;73", "children": [{"name": null, "role": "AXImage", "description": null, "role_description": "image", "value": null, "position": "-391.00;-244.00", "size": "40;40", "children": []}, {"name": null, "role": "AXStaticText", "description": "Key Promoter X", "role_description": "text", "value": "Key Promoter X", "position": "-391.00;-244.00", "size": "98;17", "children": []}, {"name": null, "role": "AXButton", "description": "Install", "role_description": "button", "value": null, "position": "-391.00;-244.00", "size": "78;34", "children": []}, {"name": null, "role": "AXCheckBox", "description": "Enabled", "role_description": "checkbox", "value": 0, "position": "-391.00;-244.00", "size": "0;0", "children": []}, {"name": null, "role": "AXStaticText", "description": "6,3M", "role_description": "text", "value": "6,3M", "position": "-391.00;-244.00", "size": "41;14", "children": []}, {"name": null, "role": "AXStaticText", "description": "4.94", "role_description": "text", "value": "4.94", "position": "-391.00;-244.00", "size": "38;14", "children": []}, {"name": null, "role": "AXStaticText", "description": "", "role_description": "text", "value": "", "position": "-391.00;-244.00", "size": "0;0", "children": []}, {"name": null, "role": "AXStaticText", "description": "Hal's Corner", "role_description": "text", "value": "Hal's Corner", "position": "-391.00;-244.00", "size": "63;14", "children": []}]}, {"name": null, "role": "AXGroup", "description": "Gerry Themes", "role_description": "group", "value": 0, "position": "-391.00;-244.00", "size": "331;73", "children": [{"name": null, "role": "AXImage", "description": null, "role_description": "image", "value": null, "position": "-391.00;-244.00", "size": "40;40", "children": []}, {"name": null, "role": "AXStaticText", "description": "Gerry Themes", "role_description": "text", "value": "Gerry Themes", "position": "-391.00;-244.00", "size": "89;17", "children": []}, {"name": null, "role": "AXButton", "description": "Install", "role_description": "button", "value": null, "position": "-391.00;-244.00", "size": "78;34", "children": []}, {"name": null, "role": "AXCheckBox", "description": "Enabled", "role_description": "checkbox", "value": 0, "position": "-391.00;-244.00", "size": "0;0", "children": []}, {"name": null, "role": "AXStaticText", "description": "987,8K", "role_description": "text", "value": "987,8K", "position": "-391.00;-244.00", "size": "51;14", "children": []}, {"name": null, "role": "AXStaticText", "description": "4.93", "role_description": "text", "value": "4.93", "position": "-391.00;-244.00", "size": "38;14", "children": []}, {"name": null, "role": "AXStaticText", "description": "", "role_description": "text", "value": "", "position": "-391.00;-244.00", "size": "0;0", "children": []}, {"name": null, "role": "AXStaticText", "description": "GerryThemes", "role_description": "text", "value": "GerryThemes", "position": "-391.00;-244.00", "size": "70;14", "children": []}]}, {"name": null, "role": "AXGroup", "description": "Gerry Themes Pro", "role_description": "group", "value": 0, "position": "-391.00;-244.00", "size": "331;73", "children": [{"name": null, "role": "AXImage", "description": null, "role_description": "image", "value": null, "position": "-391.00;-244.00", "size": "40;40", "children": []}, {"name": null, "role": "AXStaticText", "description": "Gerry Themes Pro", "role_description": "text", "value": "Gerry Themes Pro", "position": "-391.00;-244.00", "size": "114;17", "children": []}, {"name": null, "role": "AXLink", "description": "Paid", "role_description": "link", "value": null, "position": "-391.00;-244.00", "size": "39;16", "children": []}, {"name": null, "role": "AXButton", "description": "Install", "role_description": "button", "value": null, "position": "-391.00;-244.00", "size": "78;34", "children": []}, {"name": null, "role": "AXCheckBox", "description": "Enabled", "role_description": "checkbox", "value": 0, "position": "-391.00;-244.00", "size": "0;0", "children": []}, {"name": null, "role": "AXStaticText", "description": "249,5K", "role_description": "text", "value": "249,5K", "position": "-391.00;-244.00", "size": "51;14", "children": []}, {"name": null, "role": "AXStaticText", "description": "4.93", "role_description": "text", "value": "4.93", "position": "-391.00;-244.00", "size": "38;14", "children": []}, {"name": null, "role": "AXStaticText", "description": "", "role_description": "text", "value": "", "position": "-391.00;-244.00", "size": "0;0", "children": []}, {"name": null, "role": "AXStaticText", "description": "GerryThemes", "role_description": "text", "value": "GerryThemes", "position": "-391.00;-244.00", "size": "70;14", "children": []}]}, {"name": null, "role": "AXGroup", "description": "File Expander", "role_description": "group", "value": 0, "position": "-391.00;-244.00", "size": "331;73", "children": [{"name": null, "role": "AXImage", "description": null, "role_description": "image", "value": null, "position": "-391.00;-244.00", "size": "40;40", "children": []}, {"name": null, "role": "AXStaticText", "description": "File Expander", "role_description": "text", "value": "File Expander", "position": "-391.00;-244.00", "size": "85;17", "children": []}, {"name": null, "role": "AXButton", "description": "Install", "role_description": "button", "value": null, "position": "-391.00;-244.00", "size": "78;34", "children": []}, {"name": null, "role": "AXCheckBox", "description": "Enabled", "role_description": "checkbox", "value": 0, "position": "-391.00;-244.00", "size": "0;0", "children": []}, {"name": null, "role": "AXStaticText", "description": "255,4K", "role_description": "text", "value": "255,4K", "position": "-391.00;-244.00", "size": "51;14", "children": []}, {"name": null, "role": "AXStaticText", "description": "4.90", "role_description": "text", "value": "4.90", "position": "-391.00;-244.00", "size": "38;14", "children": []}, {"name": null, "role": "AXStaticText", "description": "", "role_description": "text", "value": "", "position": "-391.00;-244.00", "size": "0;0", "children": []}, {"name": null, "role": "AXStaticText", "description": "Charles Wu", "role_description": "text", "value": "Charles Wu", "position": "-391.00;-244.00", "size": "59;14", "children": []}]}, {"name": null, "role": "AXGroup", "description": "mirrord", "role_description": "group", "value": 0, "position": "-391.00;-244.00", "size": "331;73", "children": [{"name": null, "role": "AXImage", "description": null, "role_description": "image", "value": null, "position": "-391.00;-244.00", "size": "40;40", "children": []}, {"name": null, "role": "AXStaticText", "description": "mirrord", "role_description": "text", "value": "mirrord", "position": "-391.00;-244.00", "size": "47;17", "children": []}, {"name": null, "role": "AXButton", "description": "Install", "role_description": "button", "value": null, "position": "-391.00;-244.00", "size": "78;34", "children": []}, {"name": null, "role": "AXCheckBox", "description": "Enabled", "role_description": "checkbox", "value": 0, "position": "-391.00;-244.00", "size": "0;0", "children": []}, {"name": null, "role": "AXStaticText", "description": "13,7K", "role_description": "text", "value": "13,7K", "position": "-391.00;-244.00", "size": "42;14", "children": []}, {"name": null, "role": "AXStaticText", "description": "4.90", "role_description": "text", "value": "4.90", "position": "-391.00;-244.00", "size": "38;14", "children": []}, {"name": null, "role": "AXStaticText", "description": "", "role_description": "text", "value": "", "position": "-391.00;-244.00", "size": "0;0", "children": []}, {"name": null, "role": "AXStaticText", "description": "MetalBear", "role_description": "text", "value": "MetalBear", "position": "-391.00;-244.00", "size": "53;14", "children": []}]}, {"name": null, "role": "AXGroup", "description": "String Manipulation", "role_description": "group", "value": 0, "position": "-391.00;-244.00", "size": "331;73", "children": [{"name": null, "role": "AXImage", "description": null, "role_description": "image", "value": null, "position": "-391.00;-244.00", "size": "40;40", "children": []}, {"name": null, "role": "AXStaticText", "description": "String Manipulation", "role_description": "text", "value": "String Manipulation", "position": "-391.00;-244.00", "size": "123;17", "children": []}, {"name": null, "role": "AXButton", "description": "Install", "role_description": "button", "value": null, "position": "-391.00;-244.00", "size": "78;34", "children": []}, {"name": null, "role": "AXCheckBox", "description": "Enabled", "role_description": "checkbox", "value": 0, "position": "-391.00;-244.00", "size": "0;0", "children": []}, {"name": null, "role": "AXStaticText", "description": "4,2M", "role_description": "text", "value": "4,2M", "position": "-391.00;-244.00", "size": "40;14", "children": []}, {"name": null, "role": "AXStaticText", "description": "4.90", "role_description": "text", "value": "4.90", "position": "-391.00;-244.00", "size": "38;14", "children": []}, {"name": null, "role": "AXStaticText", "description": "", "role_description": "text", "value": "", "position": "-391.00;-244.00", "size": "0;0", "children": []}, {"name": null, "role": "AXStaticText", "description": "Vojtěch Krása", "role_description": "text", "value": "Vojtěch Krása", "position": "-391.00;-244.00", "size": "72;14", "children": []}]}]}]}, {"name": null, "role": "AXGroup", "description": "BashSupport Pro details", "role_description": "group", "value": 0, "position": "-391.00;-244.00", "size": "405;600", "children": [{"name": null, "role": "AXGroup", "description": "Tags", "role_description": "group", "value": 0, "position": "-391.00;-244.00", "size": "365;18", "children": [{"name": null, "role": "AXLink", "description": "Paid", "role_description": "link", "value": null, "position": "-391.00;-244.00", "size": "39;16", "children": []}, {"name": null, "role": "AXLink", "description": "Tools Integration", "role_description": "link", "value": null, "position": "-391.00;-244.00", "size": "104;16", "children": []}, {"name": null, "role": "AXLink", "description": "Programming Language", "role_description": "link", "value": null, "position": "-391.00;-244.00", "size": "139;16", "children": []}, {"name": null, "role": "AXLink", "description": "Debugging", "role_description": "link", "value": null, "position": "-391.00;-244.00", "size": "72;16", "children": []}, {"name": null, "role": "AXLink", "description": "Testing", "role_description": "link", "value": null, "position": "-391.00;-244.00", "size": "55;16", "children": []}]}, {"name": null, "role": "AXTextField", "description": "text/html", "role_description": "text field", "value": "\nBashSupport Pro", "position": "-391.00;-244.00", "size": "148;23", "children": [{"name": null, "role": "AXTextField", "description": "text/html", "role_description": "text field", "value": null, "position": "-391.00;-244.00", "size": "0;0", "children": []}, {"name": null, "role": "AXTextField", "description": "text/html", "role_description": "text field", "value": null, "position": "-391.00;-244.00", "size": "147;23", "children": []}, {"name": null, "role": "AXTextField", "description": "text/html", "role_description": "text field", "value": null, "position": "-391.00;-244.00", "size": "0;23", "children": []}]}, {"name": null, "role": "AXStaticText", "description": "", "role_description": "text", "value": "", "position": "-391.00;-244.00", "size": "0;0", "children": []}, {"name": null, "role": "AXLink", "description": "Joachim Ansorg", "role_description": "link", "value": null, "position": "-391.00;-244.00", "size": "99;17", "children": []}, {"name": null, "role": "AXStaticText", "description": "", "role_description": "text", "value": "", "position": "-391.00;-244.00", "size": "0;0", "children": []}, {"name": null, "role": "AXLink", "description": "Plugin homepage", "role_description": "link", "value": null, "position": "-391.00;-244.00", "size": "122;17", "children": []}, {"name": null, "role": "AXStaticText", "description": "4.2.2.242", "role_description": "text", "value": "4.2.2.242", "position": "-391.00;-244.00", "size": "60;17", "children": [{"name": null, "role": "AXStaticText", "description": null, "role_description": "text", "value": null, "position": "-391.00;-244.00", "size": "0;17", "children": []}, {"name": null, "role": "AXTextField", "description": "text/html", "role_description": "text field", "value": "\n4.2.2.242", "position": "-391.00;-244.00", "size": "60;17", "children": [{"name": null, "role": "AXTextField", "description": "text/html", "role_description": "text field", "value": null, "position": "-391.00;-244.00", "size": "0;0", "children": []}, {"name": null, "role": "AXTextField", "description": "text/html", "role_description": "text field", "value": null, "position": "-391.00;-244.00", "size": "59;17", "children": []}, {"name": null, "role": "AXTextField", "description": "text/html", "role_description": "text field", "value": null, "position": "-391.00;-244.00", "size": "0;17", "children": []}]}]}, {"name": null, "role": "AXButton", "description": "Restart IDE", "role_description": "button", "value": null, "position": "-391.00;-244.00", "size": "0;0", "children": []}, {"name": null, "role": "AXButton", "description": "Update", "role_description": "button", "value": null, "position": "-391.00;-244.00", "size": "0;0", "children": []}, {"name": null, "role": "AXButton", "description": "Install", "role_description": "button", "value": null, "position": "-391.00;-244.00", "size": "78;34", "children": []}, {"name": null, "role": "AXButton", "description": null, "role_description": "button", "value": null, "position": "-391.00;-244.00", "size": "0;0", "children": [{"name": null, "role": "AXButton", "description": null, "role_description": "button", "value": null, "position": "-391.00;-244.00", "size": "-31;0", "children": []}, {"name": null, "role": "AXButton", "description": "", "role_description": "button", "value": null, "position": "-391.00;-244.00", "size": "31;0", "children": []}]}, {"name": null, "role": "AXButton", "description": "", "role_description": "button", "value": null, "position": "-391.00;-244.00", "size": "0;0", "children": []}, {"name": null, "role": "AXStaticText", "description": "", "role_description": "text", "value": "", "position": "-391.00;-244.00", "size": "-16;0", "children": []}, {"name": null, "role": "AXLink", "description": "", "role_description": "link", "value": null, "position": "-391.00;-244.00", "size": "-16;0", "children": []}, {"name": null, "role": "AXTextField", "description": "text/html", "role_description": "text field", "value": "", "position": "-391.00;-244.00", "size": "0;0", "children": [{"name": null, "role": "AXTextField", "description": "text/html", "role_description": "text field", "value": null, "position": "-391.00;-244.00", "size": "0;0", "children": []}]}, {"name": null, "role": "AXTextField", "description": "text/html", "role_description": "text field", "value": "", "position": "-391.00;-244.00", "size": "0;0", "children": [{"name": null, "role": "AXTextField", "description": "text/html", "role_description": "text field", "value": null, "position": "-391.00;-244.00", "size": "0;0", "children": []}]}, {"name": null, "role": "AXStaticText", "description": "", "role_description": "text", "value": "", "position": "-391.00;-244.00", "size": "0;0", "children": []}, {"name": null, "role": "AXStaticText", "description": "Start the 30-day trial or", "role_description": "text", "value": "Start the 30-day trial or", "position": "-391.00;-244.00", "size": "145;17", "children": []}, {"name": null, "role": "AXLink", "description": "purchase a license for as low as $3,9", "role_description": "link", "value": null, "position": "-391.00;-244.00", "size": "247;17", "children": []}, {"name": null, "role": "AXTabGroup", "description": "Overview", "role_description": "tab group", "value": "{\n    \"name\": null,\n    \"role\": \"No role\",\n    \"description\": \"\",\n    \"role_description\": \"\",\n    \"value\": null,\n    \"position\": \"\",\n    \"size\": \"\",\n    \"children\": []\n}", "position": "-391.00;-244.00", "size": "405;439", "children": [{"name": null, "role": "No role", "description": "", "role_description": "", "value": null, "position": "", "size": "", "children": []}, {"name": null, "role": "No role", "description": "", "role_description": "", "value": null, "position": "", "size": "", "children": []}, {"name": null, "role": "No role", "description": "", "role_description": "", "value": null, "position": "", "size": "", "children": []}, {"name": null, "role": "No role", "description": "", "role_description": "", "value": null, "position": "", "size": "", "children": []}, {"name": null, "role": "AXScrollArea", "description": null, "role_description": "scroll area", "value": 0, "position": "-391.00;-244.00", "size": "405;393", "children": [{"name": null, "role": "AXScrollBar", "description": null, "role_description": "scroll bar", "value": 0, "position": "-391.00;-244.00", "size": "14;393", "children": []}, {"name": null, "role": "AXScrollBar", "description": null, "role_description": "scroll bar", "value": 0, "position": "-391.00;-244.00", "size": "0;0", "children": []}, {"name": null, "role": "AXTextField", "description": "text/html", "role_description": "text field", "value": "\nBashSupport Pro is an IDE for advanced Bash, POSIX and Zsh script development – debugger, test runner, powerful editor, refactorings, ShellCheck, shfmt and more.\n manual · quick start · features · bug tracker · free licenses 帮助手册 · 安装指南 · 功能 · 议题追踪 · 免费许可  \nbashdb Debugger: Debug Bash scripts with bashdb on macOS, Linux, and Windows with WSL, Git Bash, or Cygwin (manual).\nbats-core Test Runner: Run bats-core tests on macOS, Linux, and Windows with WSL, Git Bash, or Cygwin (manual).\nRemote Development: Execute and debug shell scripts on remote machines (manual).\nPowerful Run Configurations: Files and script snippet, stdin redirection, control logging, works well on Windows (WSL, Git Bash, Cygwin) and can be shared cross–platform (manual).\nShellCheck Support: ShellCheck is bundled and used to highlight problems in script files (manual).\nshfmt Formatter: shfmt is bundled and used to format script files (manual).\nZsh Support: Powerful editor support, debugging and even remote debugging (manual).\nGoogle Shell Style Guide support: Inspections, quick fixes, and a formatter preset help you follow the Google Shell Style Guide in your Bash scripts (manual).\nGo To Declaration: Supports definitions by assignments, export, typeset, declare, local, getopts, mapfile, read, readonly, select, printf, and coproc. unset is also handled (manual).\nAdvanced Code Completion: it only suggests functions and variables, which are valid at the current position in your script (manual).\nPowerful refactorings: Rename files, functions, variable definitions, and variable references without breaking your scripts. Inline variables, and more.\nFind Usages: Find usages of your functions and variables in your scripts and sourced files (manual).\nQuick Documentation: View documentation of your functions, variables, built-ins (help), and commands (info and man) (manual).\nInspections: Find unresolved references, locate unused global variables, or quickly find variables, which could be local (manual).\nCode Folding: Powerful code folding to help you edit large scripts (manual).\nMulti-File Navigation: All features support sourced files: go to definition, rename, find usages, completions, etc. The shellcheck source= directive is used to support dynamic path values (manual). User-defined shell script libraries and project variables support you with complex setups.\nHelpers: Intentions, inspections, line markers for recursive calls, editor breadcrumbs, navigation bar breadcrumbs, structure view, powerful syntax highlighting, and more.\n  \nSupported language packs:\nSimplified Chinese user interface translation (and English, of course) 简体中文 用户界面支持（当然也支持英语）\n Please refer to bashsupport.com for the complete documentation and an overview of all available features.\nGetting started\nCompatible with JetBrains IDE 2022.1 and later (use version 3.x for older IDEs)\nLaunch the IDE and open the plugin settings at File > Settings > Plugins\nSearch for \"BashSupport Pro\" and install it\nFollow our quick start tutorial for a step-by-step guide with screenshots", "position": "-391.00;-244.00", "size": "389;1804", "children": [{"name": null, "role": "AXTextField", "description": "text/html", "role_description": "text field", "value": null, "position": "-391.00;-244.00", "size": "0;0", "children": []}, {"name": null, "role": "AXTextField", "description": "text/html", "role_description": "text field", "value": null, "position": "-391.00;-244.00", "size": "121;17", "children": []}, {"name": null, "role": "AXTextField", "description": "text/html", "role_description": "text field", "value": null, "position": "-391.00;-244.00", "size": "385;39", "children": []}, {"name": null, "role": "AXTextField", "description": "text/html", "role_description": "text field", "value": null, "position": "-391.00;-244.00", "size": "378;39", "children": []}, {"name": null, "role": "AXTextField", "description": "text/html", "role_description": "text field", "value": null, "position": "-391.00;-244.00", "size": "0;17", "children": []}, {"name": null, "role": "AXTextField", "description": "text/html", "role_description": "text field", "value": null, "position": "-391.00;-244.00", "size": "44;17", "children": []}, {"name": null, "role": "AXTextField", "description": "text/html", "role_description": "text field", "value": null, "position": "-391.00;-244.00", "size": "11;17", "children": []}, {"name": null, "role": "AXTextField", "description": "text/html", "role_description": "text field", "value": null, "position": "-391.00;-244.00", "size": "65;17", "children": []}, {"name": null, "role": "AXTextField", "description": "text/html", "role_description": "text field", "value": null, "position": "-391.00;-244.00", "size": "11;17", "children": []}, {"name": null, "role": "AXTextField", "description": "text/html", "role_description": "text field", "value": null, "position": "-391.00;-244.00", "size": "51;17", "children": []}, {"name": null, "role": "AXTextField", "description": "text/html", "role_description": "text field", "value": null, "position": "-391.00;-244.00", "size": "11;17", "children": []}, {"name": null, "role": "AXTextField", "description": "text/html", "role_description": "text field", "value": null, "position": "-391.00;-244.00", "size": "71;17", "children": []}, {"name": null, "role": "AXTextField", "description": "text/html", "role_description": "text field", "value": null, "position": "-391.00;-244.00", "size": "11;17", "children": []}, {"name": null, "role": "AXTextField", "description": "text/html", "role_description": "text field", "value": null, "position": "-391.00;-244.00", "size": "78;17", "children": []}, {"name": null, "role": "AXTextField", "description": "text/html", "role_description": "text field", "value": null, "position": "-391.00;-244.00", "size": "52;17", "children": []}, {"name": null, "role": "AXTextField", "description": "text/html", "role_description": "text field", "value": null, "position": "-391.00;-244.00", "size": "11;17", "children": []}, {"name": null, "role": "AXTextField", "description": "text/html", "role_description": "text field", "value": null, "position": "-391.00;-244.00", "size": "52;17", "children": []}, {"name": null, "role": "AXTextField", "description": "text/html", "role_description": "text field", "value": null, "position": "-391.00;-244.00", "size": "11;17", "children": []}, {"name": null, "role": "AXTextField", "description": "text/html", "role_description": "text field", "value": null, "position": "-391.00;-244.00", "size": "26;17", "children": []}, {"name": null, "role": "AXTextField", "description": "text/html", "role_description": "text field", "value": null, "position": "-391.00;-244.00", "size": "11;17", "children": []}, {"name": null, "role": "AXTextField", "description": "text/html", "role_description": "text field", "value": null, "position": "-391.00;-244.00", "size": "52;17", "children": []}, {"name": null, "role": "AXTextField", "description": "text/html", "role_description": "text field", "value": null, "position": "-391.00;-244.00", "size": "11;17", "children": []}, {"name": null, "role": "AXTextField", "description": "text/html", "role_description": "text field", "value": null, "position": "-391.00;-244.00", "size": "52;17", "children": []}, {"name": null, "role": "AXTextField", "description": "text/html", "role_description": "text field", "value": null, "position": "-391.00;-244.00", "size": "0;0", "children": []}, {"name": null, "role": "AXTextField", "description": "text/html", "role_description": "text field", "value": null, "position": "-391.00;-244.00", "size": "113;17", "children": []}, {"name": null, "role": "AXTextField", "description": "text/html", "role_description": "text field", "value": null, "position": "-391.00;-244.00", "size": "342;61", "children": []}, {"name": null, "role": "AXTextField", "description": "text/html", "role_description": "text field", "value": null, "position": "-391.00;-244.00", "size": "44;17", "children": []}, {"name": null, "role": "AXTextField", "description": "text/html", "role_description": "text field", "value": null, "position": "-391.00;-244.00", "size": "8;17", "children": []}, {"name": null, "role": "AXTextField", "description": "text/html", "role_description": "text field", "value": null, "position": "-391.00;-244.00", "size": "0;17", "children": []}, {"name": null, "role": "AXTextField", "description": "text/html", "role_description": "text field", "value": null, "position": "-391.00;-244.00", "size": "142;17", "children": []}, {"name": null, "role": "AXTextField", "description": "text/html", "role_description": "text field", "value": null, "position": "-391.00;-244.00", "size": "345;61", "children": []}, {"name": null, "role": "AXTextField", "description": "text/html", "role_description": "text field", "value": null, "position": "-391.00;-244.00", "size": "44;17", "children": []}, {"name": null, "role": "AXTextField", "description": "text/html", "role_description": "text field", "value": null, "position": "-391.00;-244.00", "size": "8;17", "children": []}, {"name": null, "role": "AXTextField", "description": "text/html", "role_description": "text field", "value": null, "position": "-391.00;-244.00", "size": "0;17", "children": []}, {"name": null, "role": "AXTextField", "description": "text/html", "role_description": "text field", "value": null, "position": "-391.00;-244.00", "size": "136;17", "children": []}, {"name": null, "role": "AXTextField", "description": "text/html", "role_description": "text field", "value": null, "position": "-391.00;-244.00", "size": "343;39", "children": []}, {"name": null, "role": "AXTextField", "description": "text/html", "role_description": "text field", "value": null, "position": "-391.00;-244.00", "size": "44;17", "children": []}, {"name": null, "role": "AXTextField", "description": "text/html", "role_description": "text field", "value": null, "position": "-391.00;-244.00", "size": "8;17", "children": []}, {"name": null, "role": "AXTextField", "description": "text/html", "role_description": "text field", "value": null, "position": "-391.00;-244.00", "size": "0;17", "children": []}, {"name": null, "role": "AXTextField", "description": "text/html", "role_description": "text field", "value": null, "position": "-391.00;-244.00", "size": "181;17", "children": []}, {"name": null, "role": "AXTextField", "description": "text/html", "role_description": "text field", "value": null, "position": "-391.00;-244.00", "size": "354;83", "children": []}, {"name": null, "role": "AXTextField", "description": "text/html", "role_description": "text field", "value": null, "position": "-391.00;-244.00", "size": "44;17", "children": []}, {"name": null, "role": "AXTextField", "description": "text/html", "role_description": "text field", "value": null, "position": "-391.00;-244.00", "size": "8;17", "children": []}, {"name": null, "role": "AXTextField", "description": "text/html", "role_description": "text field", "value": null, "position": "-391.00;-244.00", "size": "0;17", "children": []}, {"name": null, "role": "AXTextField", "description": "text/html", "role_description": "text field", "value": null, "position": "-391.00;-244.00", "size": "125;17", "children": []}, {"name": null, "role": "AXTextField", "description": "text/html", "role_description": "text field", "value": null, "position": "-391.00;-244.00", "size": "7;17", "children": []}, {"name": null, "role": "AXTextField", "description": "text/html", "role_description": "text field", "value": null, "position": "-391.00;-244.00", "size": "69;17", "children": []}, {"name": null, "role": "AXTextField", "description": "text/html", "role_description": "text field", "value": null, "position": "-391.00;-244.00", "size": "348;39", "children": []}, {"name": null, "role": "AXTextField", "description": "text/html", "role_description": "text field", "value": null, "position": "-391.00;-244.00", "size": "44;17", "children": []}, {"name": null, "role": "AXTextField", "description": "text/html", "role_description": "text field", "value": null, "position": "-391.00;-244.00", "size": "8;17", "children": []}, {"name": null, "role": "AXTextField", "description": "text/html", "role_description": "text field", "value": null, "position": "-391.00;-244.00", "size": "0;17", "children": []}, {"name": null, "role": "AXTextField", "description": "text/html", "role_description": "text field", "value": null, "position": "-391.00;-244.00", "size": "102;17", "children": []}, {"name": null, "role": "AXTextField", "description": "text/html", "role_description": "text field", "value": null, "position": "-391.00;-244.00", "size": "7;17", "children": []}, {"name": null, "role": "AXTextField", "description": "text/html", "role_description": "text field", "value": null, "position": "-391.00;-244.00", "size": "35;17", "children": []}, {"name": null, "role": "AXTextField", "description": "text/html", "role_description": "text field", "value": null, "position": "-391.00;-244.00", "size": "336;39", "children": []}, {"name": null, "role": "AXTextField", "description": "text/html", "role_description": "text field", "value": null, "position": "-391.00;-244.00", "size": "44;17", "children": []}, {"name": null, "role": "AXTextField", "description": "text/html", "role_description": "text field", "value": null, "position": "-391.00;-244.00", "size": "8;17", "children": []}, {"name": null, "role": "AXTextField", "description": "text/html", "role_description": "text field", "value": null, "position": "-391.00;-244.00", "size": "0;17", "children": []}, {"name": null, "role": "AXTextField", "description": "text/html", "role_description": "text field", "value": null, "position": "-391.00;-244.00", "size": "77;17", "children": []}, {"name": null, "role": "AXTextField", "description": "text/html", "role_description": "text field", "value": null, "position": "-391.00;-244.00", "size": "333;39", "children": []}, {"name": null, "role": "AXTextField", "description": "text/html", "role_description": "text field", "value": null, "position": "-391.00;-244.00", "size": "44;17", "children": []}, {"name": null, "role": "AXTextField", "description": "text/html", "role_description": "text field", "value": null, "position": "-391.00;-244.00", "size": "8;17", "children": []}, {"name": null, "role": "AXTextField", "description": "text/html", "role_description": "text field", "value": null, "position": "-391.00;-244.00", "size": "0;17", "children": []}, {"name": null, "role": "AXTextField", "description": "text/html", "role_description": "text field", "value": null, "position": "-391.00;-244.00", "size": "154;17", "children": []}, {"name": null, "role": "AXTextField", "description": "text/html", "role_description": "text field", "value": null, "position": "-391.00;-244.00", "size": "327;39", "children": []}, {"name": null, "role": "AXTextField", "description": "text/html", "role_description": "text field", "value": null, "position": "-391.00;-244.00", "size": "346;39", "children": []}, {"name": null, "role": "AXTextField", "description": "text/html", "role_description": "text field", "value": null, "position": "-391.00;-244.00", "size": "133;17", "children": []}, {"name": null, "role": "AXTextField", "description": "text/html", "role_description": "text field", "value": null, "position": "-391.00;-244.00", "size": "44;17", "children": []}, {"name": null, "role": "AXTextField", "description": "text/html", "role_description": "text field", "value": null, "position": "-391.00;-244.00", "size": "8;17", "children": []}, {"name": null, "role": "AXTextField", "description": "text/html", "role_description": "text field", "value": null, "position": "-391.00;-244.00", "size": "0;17", "children": []}, {"name": null, "role": "AXTextField", "description": "text/html", "role_description": "text field", "value": null, "position": "-391.00;-244.00", "size": "113;17", "children": []}, {"name": null, "role": "AXTextField", "description": "text/html", "role_description": "text field", "value": null, "position": "-391.00;-244.00", "size": "238;17", "children": []}, {"name": null, "role": "AXTextField", "description": "text/html", "role_description": "text field", "value": null, "position": "-391.00;-244.00", "size": "47;18", "children": []}, {"name": null, "role": "AXTextField", "description": "text/html", "role_description": "text field", "value": null, "position": "-391.00;-244.00", "size": "7;17", "children": []}, {"name": null, "role": "AXTextField", "description": "text/html", "role_description": "text field", "value": null, "position": "-391.00;-244.00", "size": "55;18", "children": []}, {"name": null, "role": "AXTextField", "description": "text/html", "role_description": "text field", "value": null, "position": "-391.00;-244.00", "size": "7;17", "children": []}, {"name": null, "role": "AXTextField", "description": "text/html", "role_description": "text field", "value": null, "position": "-391.00;-244.00", "size": "55;18", "children": []}, {"name": null, "role": "AXTextField", "description": "text/html", "role_description": "text field", "value": null, "position": "-391.00;-244.00", "size": "7;17", "children": []}, {"name": null, "role": "AXTextField", "description": "text/html", "role_description": "text field", "value": null, "position": "-391.00;-244.00", "size": "39;18", "children": []}, {"name": null, "role": "AXTextField", "description": "text/html", "role_description": "text field", "value": null, "position": "-391.00;-244.00", "size": "7;17", "children": []}, {"name": null, "role": "AXTextField", "description": "text/html", "role_description": "text field", "value": null, "position": "-391.00;-244.00", "size": "55;18", "children": []}, {"name": null, "role": "AXTextField", "description": "text/html", "role_description": "text field", "value": null, "position": "-391.00;-244.00", "size": "7;17", "children": []}, {"name": null, "role": "AXTextField", "description": "text/html", "role_description": "text field", "value": null, "position": "-391.00;-244.00", "size": "55;18", "children": []}, {"name": null, "role": "AXTextField", "description": "text/html", "role_description": "text field", "value": null, "position": "-391.00;-244.00", "size": "7;17", "children": []}, {"name": null, "role": "AXTextField", "description": "text/html", "role_description": "text field", "value": null, "position": "-391.00;-244.00", "size": "31;18", "children": []}, {"name": null, "role": "AXTextField", "description": "text/html", "role_description": "text field", "value": null, "position": "-391.00;-244.00", "size": "7;17", "children": []}, {"name": null, "role": "AXTextField", "description": "text/html", "role_description": "text field", "value": null, "position": "-391.00;-244.00", "size": "62;18", "children": []}, {"name": null, "role": "AXTextField", "description": "text/html", "role_description": "text field", "value": null, "position": "-391.00;-244.00", "size": "7;17", "children": []}, {"name": null, "role": "AXTextField", "description": "text/html", "role_description": "text field", "value": null, "position": "-391.00;-244.00", "size": "47;18", "children": []}, {"name": null, "role": "AXTextField", "description": "text/html", "role_description": "text field", "value": null, "position": "-391.00;-244.00", "size": "7;17", "children": []}, {"name": null, "role": "AXTextField", "description": "text/html", "role_description": "text field", "value": null, "position": "-391.00;-244.00", "size": "47;18", "children": []}, {"name": null, "role": "AXTextField", "description": "text/html", "role_description": "text field", "value": null, "position": "-391.00;-244.00", "size": "34;17", "children": []}, {"name": null, "role": "AXTextField", "description": "text/html", "role_description": "text field", "value": null, "position": "-391.00;-244.00", "size": "47;18", "children": []}, {"name": null, "role": "AXTextField", "description": "text/html", "role_description": "text field", "value": null, "position": "-391.00;-244.00", "size": "7;17", "children": []}, {"name": null, "role": "AXTextField", "description": "text/html", "role_description": "text field", "value": null, "position": "-391.00;-244.00", "size": "39;18", "children": []}, {"name": null, "role": "AXTextField", "description": "text/html", "role_description": "text field", "value": null, "position": "-391.00;-244.00", "size": "352;39", "children": []}, {"name": null, "role": "AXTextField", "description": "text/html", "role_description": "text field", "value": null, "position": "-391.00;-244.00", "size": "44;17", "children": []}, {"name": null, "role": "AXTextField", "description": "text/html", "role_description": "text field", "value": null, "position": "-391.00;-244.00", "size": "8;17", "children": []}, {"name": null, "role": "AXTextField", "description": "text/html", "role_description": "text field", "value": null, "position": "-391.00;-244.00", "size": "0;17", "children": []}, {"name": null, "role": "AXTextField", "description": "text/html", "role_description": "text field", "value": null, "position": "-391.00;-244.00", "size": "176;17", "children": []}, {"name": null, "role": "AXTextField", "description": "text/html", "role_description": "text field", "value": null, "position": "-391.00;-244.00", "size": "345;61", "children": []}, {"name": null, "role": "AXTextField", "description": "text/html", "role_description": "text field", "value": null, "position": "-391.00;-244.00", "size": "44;17", "children": []}, {"name": null, "role": "AXTextField", "description": "text/html", "role_description": "text field", "value": null, "position": "-391.00;-244.00", "size": "8;17", "children": []}, {"name": null, "role": "AXTextField", "description": "text/html", "role_description": "text field", "value": null, "position": "-391.00;-244.00", "size": "0;17", "children": []}, {"name": null, "role": "AXTextField", "description": "text/html", "role_description": "text field", "value": null, "position": "-391.00;-244.00", "size": "137;17", "children": []}, {"name": null, "role": "AXTextField", "description": "text/html", "role_description": "text field", "value": null, "position": "-391.00;-244.00", "size": "7;17", "children": []}, {"name": null, "role": "AXTextField", "description": "text/html", "role_description": "text field", "value": null, "position": "-391.00;-244.00", "size": "50;17", "children": []}, {"name": null, "role": "AXTextField", "description": "text/html", "role_description": "text field", "value": null, "position": "-391.00;-244.00", "size": "347;61", "children": []}, {"name": null, "role": "AXTextField", "description": "text/html", "role_description": "text field", "value": null, "position": "-391.00;-244.00", "size": "91;17", "children": []}, {"name": null, "role": "AXTextField", "description": "text/html", "role_description": "text field", "value": null, "position": "-391.00;-244.00", "size": "69;17", "children": []}, {"name": null, "role": "AXTextField", "description": "text/html", "role_description": "text field", "value": null, "position": "-391.00;-244.00", "size": "0;17", "children": []}, {"name": null, "role": "AXTextField", "description": "text/html", "role_description": "text field", "value": null, "position": "-391.00;-244.00", "size": "77;17", "children": []}, {"name": null, "role": "AXTextField", "description": "text/html", "role_description": "text field", "value": null, "position": "-391.00;-244.00", "size": "355;39", "children": []}, {"name": null, "role": "AXTextField", "description": "text/html", "role_description": "text field", "value": null, "position": "-391.00;-244.00", "size": "44;17", "children": []}, {"name": null, "role": "AXTextField", "description": "text/html", "role_description": "text field", "value": null, "position": "-391.00;-244.00", "size": "8;17", "children": []}, {"name": null, "role": "AXTextField", "description": "text/html", "role_description": "text field", "value": null, "position": "-391.00;-244.00", "size": "0;17", "children": []}, {"name": null, "role": "AXTextField", "description": "text/html", "role_description": "text field", "value": null, "position": "-391.00;-244.00", "size": "136;17", "children": []}, {"name": null, "role": "AXTextField", "description": "text/html", "role_description": "text field", "value": null, "position": "-391.00;-244.00", "size": "320;40", "children": []}, {"name": null, "role": "AXTextField", "description": "text/html", "role_description": "text field", "value": null, "position": "-391.00;-244.00", "size": "31;18", "children": []}, {"name": null, "role": "AXTextField", "description": "text/html", "role_description": "text field", "value": null, "position": "-391.00;-244.00", "size": "326;40", "children": []}, {"name": null, "role": "AXTextField", "description": "text/html", "role_description": "text field", "value": null, "position": "-391.00;-244.00", "size": "31;18", "children": []}, {"name": null, "role": "AXTextField", "description": "text/html", "role_description": "text field", "value": null, "position": "-391.00;-244.00", "size": "30;17", "children": []}, {"name": null, "role": "AXTextField", "description": "text/html", "role_description": "text field", "value": null, "position": "-391.00;-244.00", "size": "23;18", "children": []}, {"name": null, "role": "AXTextField", "description": "text/html", "role_description": "text field", "value": null, "position": "-391.00;-244.00", "size": "13;17", "children": []}, {"name": null, "role": "AXTextField", "description": "text/html", "role_description": "text field", "value": null, "position": "-391.00;-244.00", "size": "44;17", "children": []}, {"name": null, "role": "AXTextField", "description": "text/html", "role_description": "text field", "value": null, "position": "-391.00;-244.00", "size": "8;17", "children": []}, {"name": null, "role": "AXTextField", "description": "text/html", "role_description": "text field", "value": null, "position": "-391.00;-244.00", "size": "0;17", "children": []}, {"name": null, "role": "AXTextField", "description": "text/html", "role_description": "text field", "value": null, "position": "-391.00;-244.00", "size": "73;17", "children": []}, {"name": null, "role": "AXTextField", "description": "text/html", "role_description": "text field", "value": null, "position": "-391.00;-244.00", "size": "353;44", "children": []}, {"name": null, "role": "AXTextField", "description": "text/html", "role_description": "text field", "value": null, "position": "-391.00;-244.00", "size": "39;18", "children": []}, {"name": null, "role": "AXTextField", "description": "text/html", "role_description": "text field", "value": null, "position": "-391.00;-244.00", "size": "8;17", "children": []}, {"name": null, "role": "AXTextField", "description": "text/html", "role_description": "text field", "value": null, "position": "-391.00;-244.00", "size": "44;17", "children": []}, {"name": null, "role": "AXTextField", "description": "text/html", "role_description": "text field", "value": null, "position": "-391.00;-244.00", "size": "8;17", "children": []}, {"name": null, "role": "AXTextField", "description": "text/html", "role_description": "text field", "value": null, "position": "-391.00;-244.00", "size": "0;17", "children": []}, {"name": null, "role": "AXTextField", "description": "text/html", "role_description": "text field", "value": null, "position": "-391.00;-244.00", "size": "83;17", "children": []}, {"name": null, "role": "AXTextField", "description": "text/html", "role_description": "text field", "value": null, "position": "-391.00;-244.00", "size": "328;39", "children": []}, {"name": null, "role": "AXTextField", "description": "text/html", "role_description": "text field", "value": null, "position": "-391.00;-244.00", "size": "44;17", "children": []}, {"name": null, "role": "AXTextField", "description": "text/html", "role_description": "text field", "value": null, "position": "-391.00;-244.00", "size": "8;17", "children": []}, {"name": null, "role": "AXTextField", "description": "text/html", "role_description": "text field", "value": null, "position": "-391.00;-244.00", "size": "0;17", "children": []}, {"name": null, "role": "AXTextField", "description": "text/html", "role_description": "text field", "value": null, "position": "-391.00;-244.00", "size": "131;17", "children": []}, {"name": null, "role": "AXTextField", "description": "text/html", "role_description": "text field", "value": null, "position": "-391.00;-244.00", "size": "349;62", "children": []}, {"name": null, "role": "AXTextField", "description": "text/html", "role_description": "text field", "value": null, "position": "-391.00;-244.00", "size": "140;18", "children": []}, {"name": null, "role": "AXTextField", "description": "text/html", "role_description": "text field", "value": null, "position": "-391.00;-244.00", "size": "342;39", "children": []}, {"name": null, "role": "AXTextField", "description": "text/html", "role_description": "text field", "value": null, "position": "-391.00;-244.00", "size": "44;17", "children": []}, {"name": null, "role": "AXTextField", "description": "text/html", "role_description": "text field", "value": null, "position": "-391.00;-244.00", "size": "97;17", "children": []}, {"name": null, "role": "AXTextField", "description": "text/html", "role_description": "text field", "value": null, "position": "-391.00;-244.00", "size": "346;39", "children": []}, {"name": null, "role": "AXTextField", "description": "text/html", "role_description": "text field", "value": null, "position": "-391.00;-244.00", "size": "30;17", "children": []}, {"name": null, "role": "AXTextField", "description": "text/html", "role_description": "text field", "value": null, "position": "-391.00;-244.00", "size": "102;17", "children": []}, {"name": null, "role": "AXTextField", "description": "text/html", "role_description": "text field", "value": null, "position": "-391.00;-244.00", "size": "347;39", "children": []}, {"name": null, "role": "AXTextField", "description": "text/html", "role_description": "text field", "value": null, "position": "-391.00;-244.00", "size": "0;17", "children": []}, {"name": null, "role": "AXTextField", "description": "text/html", "role_description": "text field", "value": null, "position": "-391.00;-244.00", "size": "49;17", "children": []}, {"name": null, "role": "AXTextField", "description": "text/html", "role_description": "text field", "value": null, "position": "-391.00;-244.00", "size": "315;83", "children": []}, {"name": null, "role": "AXTextField", "description": "text/html", "role_description": "text field", "value": null, "position": "-391.00;-244.00", "size": "0;17", "children": []}, {"name": null, "role": "AXTextField", "description": "text/html", "role_description": "text field", "value": null, "position": "-391.00;-244.00", "size": "0;0", "children": []}, {"name": null, "role": "AXTextField", "description": "text/html", "role_description": "text field", "value": null, "position": "-391.00;-244.00", "size": "168;17", "children": []}, {"name": null, "role": "AXTextField", "description": "text/html", "role_description": "text field", "value": null, "position": "-391.00;-244.00", "size": "0;17", "children": []}, {"name": null, "role": "AXTextField", "description": "text/html", "role_description": "text field", "value": null, "position": "-391.00;-244.00", "size": "117;17", "children": []}, {"name": null, "role": "AXTextField", "description": "text/html", "role_description": "text field", "value": null, "position": "-391.00;-244.00", "size": "309;39", "children": []}, {"name": null, "role": "AXTextField", "description": "text/html", "role_description": "text field", "value": null, "position": "-391.00;-244.00", "size": "52;17", "children": []}, {"name": null, "role": "AXTextField", "description": "text/html", "role_description": "text field", "value": null, "position": "-391.00;-244.00", "size": "199;17", "children": []}, {"name": null, "role": "AXTextField", "description": "text/html", "role_description": "text field", "value": null, "position": "-391.00;-244.00", "size": "0;17", "children": []}, {"name": null, "role": "AXTextField", "description": "text/html", "role_description": "text field", "value": null, "position": "-391.00;-244.00", "size": "94;17", "children": []}, {"name": null, "role": "AXTextField", "description": "text/html", "role_description": "text field", "value": null, "position": "-391.00;-244.00", "size": "107;17", "children": []}, {"name": null, "role": "AXTextField", "description": "text/html", "role_description": "text field", "value": null, "position": "-391.00;-244.00", "size": "346;39", "children": []}, {"name": null, "role": "AXTextField", "description": "text/html", "role_description": "text field", "value": null, "position": "-391.00;-244.00", "size": "0;17", "children": []}, {"name": null, "role": "AXTextField", "description": "text/html", "role_description": "text field", "value": null, "position": "-391.00;-244.00", "size": "132;23", "children": []}, {"name": null, "role": "AXTextField", "description": "text/html", "role_description": "text field", "value": null, "position": "-391.00;-244.00", "size": "0;23", "children": []}, {"name": null, "role": "AXTextField", "description": "text/html", "role_description": "text field", "value": null, "position": "-391.00;-244.00", "size": "383;39", "children": []}, {"name": null, "role": "AXTextField", "description": "text/html", "role_description": "text field", "value": null, "position": "-391.00;-244.00", "size": "0;17", "children": []}, {"name": null, "role": "AXTextField", "description": "text/html", "role_description": "text field", "value": null, "position": "-391.00;-244.00", "size": "290;17", "children": []}, {"name": null, "role": "AXTextField", "description": "text/html", "role_description": "text field", "value": null, "position": "-391.00;-244.00", "size": "345;41", "children": []}, {"name": null, "role": "AXTextField", "description": "text/html", "role_description": "text field", "value": null, "position": "-391.00;-244.00", "size": "0;17", "children": []}, {"name": null, "role": "AXTextField", "description": "text/html", "role_description": "text field", "value": null, "position": "-391.00;-244.00", "size": "259;17", "children": []}, {"name": null, "role": "AXTextField", "description": "text/html", "role_description": "text field", "value": null, "position": "-391.00;-244.00", "size": "0;17", "children": []}, {"name": null, "role": "AXTextField", "description": "text/html", "role_description": "text field", "value": null, "position": "-391.00;-244.00", "size": "44;17", "children": []}, {"name": null, "role": "AXTextField", "description": "text/html", "role_description": "text field", "value": null, "position": "-391.00;-244.00", "size": "136;17", "children": []}, {"name": null, "role": "AXTextField", "description": "text/html", "role_description": "text field", "value": null, "position": "-391.00;-244.00", "size": "338;39", "children": []}, {"name": null, "role": "AXTextField", "description": "text/html", "role_description": "text field", "value": null, "position": "-391.00;-244.00", "size": "0;17", "children": []}]}]}]}]}, {"name": null, "role": "AXCheckBox", "description": "Create changelists automatically", "role_description": "checkbox", "value": 0, "position": "-391.00;-244.00", "size": "228;25", "children": []}, {"name": null, "role": "AXCheckBox", "description": "Allow putting changes within one file into different changelists", "role_description": "checkbox", "value": 1, "position": "-391.00;-244.00", "size": "410;25", "children": []}, {"name": null, "role": "AXStaticText", "description": "Inactive Changelist", "role_description": "text", "value": "Inactive Changelist", "position": "-391.00;-244.00", "size": "117;17", "children": []}, {"name": null, "role": "AXCheckBox", "description": "Highlight files from inactive changelists", "role_description": "checkbox", "value": 0, "position": "-391.00;-244.00", "size": "269;25", "children": []}, {"name": null, "role": "AXCheckBox", "description": "Show dialog on attempt to edit file from inactive changelist", "role_description": "checkbox", "value": 0, "position": "-391.00;-244.00", "size": "390;25", "children": []}, {"name": null, "role": "AXStaticText", "description": "When an empty changelist becomes inactive:", "role_description": "text", "value": "When an empty changelist becomes inactive:", "position": "-391.00;-244.00", "size": "278;17", "children": []}, {"name": null, "role": "AXPopUpButton", "description": "When an empty changelist becomes inactive:", "role_description": "pop up button", "value": "Show options", "position": "-391.00;-244.00", "size": "153;34", "children": [{"name": null, "role": "AXPopUpButton", "description": null, "role_description": "pop up button", "value": null, "position": "-391.00;-244.00", "size": "0;0", "children": [{"name": null, "role": "AXMenuItem", "description": null, "role_description": "menu item", "value": null, "position": "-391.00;-244.00", "size": "0;0", "children": [{"name": null, "role": "AXList", "description": "list", "role_description": "list", "value": 0, "position": "-391.00;-244.00", "size": "0;0", "children": [{"name": null, "role": "AXRow", "description": "Show options", "role_description": "row", "value": 0, "position": "-391.00;-244.00", "size": "0;24", "children": [{"name": null, "role": "AXStaticText", "description": "Show options", "role_description": "text", "value": 0, "position": "-391.00;-244.00", "size": "0;24", "children": [{"name": null, "role": "AXStaticText", "description": "Show options", "role_description": "text", "value": "Show options", "position": "-391.00;-244.00", "size": "86;21", "children": []}]}]}, {"name": null, "role": "AXRow", "description": "Do nothing", "role_description": "row", "value": 0, "position": "-391.00;-244.00", "size": "0;24", "children": [{"name": null, "role": "AXStaticText", "description": "Do nothing", "role_description": "text", "value": 0, "position": "-391.00;-244.00", "size": "0;24", "children": [{"name": null, "role": "AXStaticText", "description": "Do nothing", "role_description": "text", "value": "Do nothing", "position": "-391.00;-244.00", "size": "86;21", "children": []}]}]}, {"name": null, "role": "AXRow", "description": "Remove silently", "role_description": "row", "value": 0, "position": "-391.00;-244.00", "size": "0;24", "children": [{"name": null, "role": "AXStaticText", "description": "Remove silently", "role_description": "text", "value": 0, "position": "-391.00;-244.00", "size": "0;24", "children": [{"name": null, "role": "AXStaticText", "description": "Remove silently", "role_description": "text", "value": "Remove silently", "position": "-391.00;-244.00", "size": "86;21", "children": []}]}]}]}, {"name": null, "role": "AXScrollBar", "description": null, "role_description": "scroll bar", "value": 0, "position": "-391.00;-244.00", "size": "0;0", "children": []}]}]}]}, {"name": null, "role": "AXStaticText", "description": "Conflicts", "role_description": "text", "value": "Conflicts", "position": "-391.00;-244.00", "size": "54;17", "children": []}, {"name": null, "role": "AXCheckBox", "description": "Highlight files with changelist conflicts", "role_description": "checkbox", "value": 1, "position": "-391.00;-244.00", "size": "264;25", "children": []}, {"name": null, "role": "AXStaticText", "description": "Files with ignored conflicts:", "role_description": "text", "value": "Files with ignored conflicts:", "position": "-391.00;-244.00", "size": "168;17", "children": []}, {"name": null, "role": "AXScrollArea", "description": null, "role_description": "scroll area", "value": 0, "position": "-391.00;-244.00", "size": "681;219", "children": [{"name": null, "role": "AXList", "description": "list", "role_description": "list", "value": 0, "position": "-391.00;-244.00", "size": "679;217", "children": []}, {"name": null, "role": "AXScrollBar", "description": null, "role_description": "scroll bar", "value": 0, "position": "-391.00;-244.00", "size": "0;0", "children": []}, {"name": null, "role": "AXScrollBar", "description": null, "role_description": "scroll bar", "value": 0, "position": "-391.00;-244.00", "size": "0;0", "children": []}]}, {"name": null, "role": "AXButton", "description": "Clear", "role_description": "button", "value": null, "position": "-391.00;-244.00", "size": "78;34", "children": []}, {"name": null, "role": "AXScrollArea", "description": null, "role_description": "scroll area", "value": 0, "position": "-391.00;-244.00", "size": "737;600", "children": [{"name": null, "role": "AXStaticText", "description": "Configure the settings related to version control used in your project", "role_description": "text", "value": "Configure the settings related to version control used in your project", "position": "-391.00;-244.00", "size": "421;17", "children": []}, {"name": null, "role": "AXLink", "description": "Changelists", "role_description": "link", "value": null, "position": "-391.00;-244.00", "size": "74;17", "children": []}, {"name": null, "role": "AXLink", "description": "Commit", "role_description": "link", "value": null, "position": "-391.00;-244.00", "size": "50;17", "children": []}, {"name": null, "role": "AXLink", "description": "Confirmation", "role_description": "link", "value": null, "position": "-391.00;-244.00", "size": "81;17", "children": []}, {"name": null, "role": "AXLink", "description": "Directory Mappings", "role_description": "link", "value": null, "position": "-391.00;-244.00", "size": "122;17", "children": []}, {"name": null, "role": "AXLink", "description": "File Status Colors", "role_description": "link", "value": null, "position": "-391.00;-244.00", "size": "110;17", "children": []}, {"name": null, "role": "AXLink", "description": "Issue Navigation", "role_description": "link", "value": null, "position": "-391.00;-244.00", "size": "104;17", "children": []}, {"name": null, "role": "AXLink", "description": "Shelf", "role_description": "link", "value": null, "position": "-391.00;-244.00", "size": "33;17", "children": []}, {"name": null, "role": "AXLink", "description": "Git", "role_description": "link", "value": null, "position": "-391.00;-244.00", "size": "19;17", "children": []}, {"name": null, "role": "AXLink", "description": "GitHub", "role_description": "link", "value": null, "position": "-391.00;-244.00", "size": "45;17", "children": []}, {"name": null, "role": "AXLink", "description": "GitLab", "role_description": "link", "value": null, "position": "-391.00;-244.00", "size": "42;17", "children": []}, {"name": null, "role": "AXLink", "description": "Mercurial", "role_description": "link", "value": null, "position": "-391.00;-244.00", "size": "59;17", "children": []}, {"name": null, "role": "AXLink", "description": "Subversion", "role_description": "link", "value": null, "position": "-391.00;-244.00", "size": "71;17", "children": []}, {"name": null, "role": "AXScrollBar", "description": null, "role_description": "scroll bar", "value": 0, "position": "-391.00;-244.00", "size": "0;0", "children": []}, {"name": null, "role": "AXScrollBar", "description": null, "role_description": "scroll bar", "value": 0, "position": "-391.00;-244.00", "size": "0;0", "children": []}]}, {"name": null, "role": "AXScrollArea", "description": null, "role_description": "scroll area", "value": 0, "position": "-391.00;-244.00", "size": "737;600", "children": [{"name": null, "role": "AXScrollBar", "description": null, "role_description": "scroll bar", "value": 0, "position": "-391.00;-244.00", "size": "0;0", "children": []}, {"name": null, "role": "AXScrollBar", "description": null, "role_description": "scroll bar", "value": 0, "position": "-391.00;-244.00", "size": "0;0", "children": []}, {"name": null, "role": "AXCheckBox", "description": "Use non-modal commit interface", "role_description": "checkbox", "value": 1, "position": "-391.00;-244.00", "size": "230;25", "children": []}, {"name": null, "role": "AXTextField", "description": "text/html", "role_description": "text field", "value": "\nApplies to projects under Git and Mercurial", "position": "-391.00;-244.00", "size": "243;15", "children": [{"name": null, "role": "AXTextField", "description": "text/html", "role_description": "text field", "value": null, "position": "-391.00;-244.00", "size": "0;0", "children": []}, {"name": null, "role": "AXTextField", "description": "text/html", "role_description": "text field", "value": null, "position": "-391.00;-244.00", "size": "243;15", "children": []}, {"name": null, "role": "AXTextField", "description": "text/html", "role_description": "text field", "value": null, "position": "-391.00;-244.00", "size": "0;15", "children": []}]}, {"name": null, "role": "AXCheckBox", "description": "Clear initial commit message", "role_description": "checkbox", "value": 0, "position": "-391.00;-244.00", "size": "204;25", "children": []}, {"name": null, "role": "AXStaticText", "description": "Commit Message Inspections", "role_description": "text", "value": "Commit Message Inspections", "position": "-391.00;-244.00", "size": "181;17", "children": []}, {"name": null, "role": "AXTable", "description": "table", "role_description": "table", "value": 0, "position": "-391.00;-244.00", "size": "337;120", "children": [{"name": null, "role": "AXRow", "description": "Blank line between subject and body, 0, 0", "role_description": "row", "value": 0, "position": "-391.00;-244.00", "size": "337;24", "children": [{"name": null, "role": "AXCell", "description": "Blank line between subject and body", "role_description": "cell", "value": 0, "position": "-391.00;-244.00", "size": "277;24", "children": [{"name": null, "role": "AXStaticText", "description": "Blank line between subject and body", "role_description": "text", "value": 0, "position": "-391.00;-244.00", "size": "277;24", "children": []}]}, {"name": null, "role": "AXCell", "description": null, "role_description": "cell", "value": 0, "position": "-391.00;-244.00", "size": "22;24", "children": [{"name": null, "role": "AXStaticText", "description": null, "role_description": "text", "value": 0, "position": "-391.00;-244.00", "size": "22;24", "children": []}]}, {"name": null, "role": "AXCell", "description": null, "role_description": "cell", "value": 0, "position": "-391.00;-244.00", "size": "38;24", "children": [{"name": null, "role": "AXCheckBox", "description": null, "role_description": "checkbox", "value": 0, "position": "-391.00;-244.00", "size": "38;24", "children": []}]}]}, {"name": null, "role": "AXRow", "description": "Limit body line, 0, 0", "role_description": "row", "value": 0, "position": "-391.00;-244.00", "size": "337;24", "children": [{"name": null, "role": "AXCell", "description": "Limit body line", "role_description": "cell", "value": 0, "position": "-391.00;-244.00", "size": "277;24", "children": [{"name": null, "role": "AXStaticText", "description": "Limit body line", "role_description": "text", "value": 0, "position": "-391.00;-244.00", "size": "277;24", "children": []}]}, {"name": null, "role": "AXCell", "description": null, "role_description": "cell", "value": 0, "position": "-391.00;-244.00", "size": "22;24", "children": [{"name": null, "role": "AXStaticText", "description": null, "role_description": "text", "value": 0, "position": "-391.00;-244.00", "size": "22;24", "children": []}]}, {"name": null, "role": "AXCell", "description": null, "role_description": "cell", "value": 0, "position": "-391.00;-244.00", "size": "38;24", "children": [{"name": null, "role": "AXCheckBox", "description": null, "role_description": "checkbox", "value": 0, "position": "-391.00;-244.00", "size": "38;24", "children": []}]}]}, {"name": null, "role": "AXRow", "description": "Limit subject line, 0, 0", "role_description": "row", "value": 0, "position": "-391.00;-244.00", "size": "337;24", "children": [{"name": null, "role": "AXCell", "description": "Limit subject line", "role_description": "cell", "value": 0, "position": "-391.00;-244.00", "size": "277;24", "children": [{"name": null, "role": "AXStaticText", "description": "Limit subject line", "role_description": "text", "value": 0, "position": "-391.00;-244.00", "size": "277;24", "children": []}]}, {"name": null, "role": "AXCell", "description": null, "role_description": "cell", "value": 0, "position": "-391.00;-244.00", "size": "22;24", "children": [{"name": null, "role": "AXStaticText", "description": null, "role_description": "text", "value": 0, "position": "-391.00;-244.00", "size": "22;24", "children": []}]}, {"name": null, "role": "AXCell", "description": null, "role_description": "cell", "value": 0, "position": "-391.00;-244.00", "size": "38;24", "children": [{"name": null, "role": "AXCheckBox", "description": null, "role_description": "checkbox", "value": 0, "position": "-391.00;-244.00", "size": "38;24", "children": []}]}]}, {"name": null, "role": "AXRow", "description": "Spelling, 0, 1", "role_description": "row", "value": 0, "position": "-391.00;-244.00", "size": "337;24", "children": [{"name": null, "role": "AXCell", "description": "Spelling", "role_description": "cell", "value": 0, "position": "-391.00;-244.00", "size": "277;24", "children": [{"name": null, "role": "AXStaticText", "description": "Spelling", "role_description": "text", "value": 0, "position": "-391.00;-244.00", "size": "277;24", "children": []}]}, {"name": null, "role": "AXCell", "description": null, "role_description": "cell", "value": 0, "position": "-391.00;-244.00", "size": "22;24", "children": [{"name": null, "role": "AXStaticText", "description": null, "role_description": "text", "value": 0, "position": "-391.00;-244.00", "size": "22;24", "children": []}]}, {"name": null, "role": "AXCell", "description": null, "role_description": "cell", "value": 1, "position": "-391.00;-244.00", "size": "38;24", "children": [{"name": null, "role": "AXCheckBox", "description": null, "role_description": "checkbox", "value": 1, "position": "-391.00;-244.00", "size": "38;24", "children": []}]}]}]}, {"name": null, "role": "AXStaticText", "description": "Before Commit", "role_description": "text", "value": "Before Commit", "position": "-391.00;-244.00", "size": "92;17", "children": []}, {"name": null, "role": "AXCheckBox", "description": "Reformat code", "role_description": "checkbox", "value": 0, "position": "-391.00;-244.00", "size": "119;25", "children": []}, {"name": null, "role": "AXCheckBox", "description": "Rearrange code", "role_description": "checkbox", "value": 0, "position": "-391.00;-244.00", "size": "126;25", "children": []}, {"name": null, "role": "AXCheckBox", "description": "Optimize imports", "role_description": "checkbox", "value": 0, "position": "-391.00;-244.00", "size": "133;25", "children": []}, {"name": null, "role": "AXCheckBox", "description": "Analyze code", "role_description": "checkbox", "value": 0, "position": "-391.00;-244.00", "size": "111;25", "children": []}, {"name": null, "role": "AXLink", "description": "Choose profile", "role_description": "link", "value": null, "position": "-391.00;-244.00", "size": "90;17", "children": []}, {"name": null, "role": "AXCheckBox", "description": "Check TODO", "role_description": "checkbox", "value": 1, "position": "-391.00;-244.00", "size": "108;25", "children": []}, {"name": null, "role": "AXLink", "description": "Configure", "role_description": "link", "value": null, "position": "-391.00;-244.00", "size": "60;17", "children": []}, {"name": null, "role": "AXCheckBox", "description": "Cleanup", "role_description": "checkbox", "value": 0, "position": "-391.00;-244.00", "size": "79;25", "children": []}, {"name": null, "role": "AXLink", "description": "Choose profile", "role_description": "link", "value": null, "position": "-391.00;-244.00", "size": "90;17", "children": []}, {"name": null, "role": "AXCheckBox", "description": "Update copyright", "role_description": "checkbox", "value": 0, "position": "-391.00;-244.00", "size": "135;25", "children": []}, {"name": null, "role": "AXCheckBox", "description": "Run Tests", "role_description": "checkbox", "value": 0, "position": "-391.00;-244.00", "size": "89;25", "children": []}, {"name": null, "role": "AXLink", "description": "Choose configuration", "role_description": "link", "value": null, "position": "-391.00;-244.00", "size": "132;17", "children": []}, {"name": null, "role": "AXCheckBox", "description": "Check malicious dependencies", "role_description": "checkbox", "value": 0, "position": "-391.00;-244.00", "size": "218;25", "children": []}]}, {"name": null, "role": "AXScrollArea", "description": null, "role_description": "scroll area", "value": 0, "position": "-391.00;-244.00", "size": "737;600", "children": [{"name": null, "role": "AXScrollBar", "description": null, "role_description": "scroll bar", "value": 0, "position": "-391.00;-244.00", "size": "14;600", "children": []}, {"name": null, "role": "AXScrollBar", "description": null, "role_description": "scroll bar", "value": 0, "position": "-391.00;-244.00", "size": "0;0", "children": []}, {"name": null, "role": "AXStaticText", "description": "Confirmation", "role_description": "text", "value": "Confirmation", "position": "-391.00;-244.00", "size": "79;17", "children": []}, {"name": null, "role": "AXStaticText", "description": "When files are created:", "role_description": "text", "value": "When files are created:", "position": "-391.00;-244.00", "size": "142;17", "children": []}, {"name": null, "role": "AXPopUpButton", "description": "Applicable to Subversion", "role_description": "pop up button", "value": "Ask", "position": "-391.00;-244.00", "size": "128;34", "children": [{"name": null, "role": "AXPopUpButton", "description": null, "role_description": "pop up button", "value": null, "position": "-391.00;-244.00", "size": "0;0", "children": [{"name": null, "role": "AXMenuItem", "description": null, "role_description": "menu item", "value": null, "position": "-391.00;-244.00", "size": "0;0", "children": [{"name": null, "role": "AXList", "description": "list", "role_description": "list", "value": 0, "position": "-391.00;-244.00", "size": "0;0", "children": [{"name": null, "role": "AXRow", "description": "Ask", "role_description": "row", "value": 0, "position": "-391.00;-244.00", "size": "0;24", "children": [{"name": null, "role": "AXStaticText", "description": "Ask", "role_description": "text", "value": 0, "position": "-391.00;-244.00", "size": "0;24", "children": [{"name": null, "role": "AXStaticText", "description": "Ask", "role_description": "text", "value": "Ask", "position": "-391.00;-244.00", "size": "25;21", "children": []}]}]}, {"name": null, "role": "AXRow", "description": "Do not add", "role_description": "row", "value": 0, "position": "-391.00;-244.00", "size": "0;24", "children": [{"name": null, "role": "AXStaticText", "description": "Do not add", "role_description": "text", "value": 0, "position": "-391.00;-244.00", "size": "0;24", "children": [{"name": null, "role": "AXStaticText", "description": "Do not add", "role_description": "text", "value": "Do not add", "position": "-391.00;-244.00", "size": "25;21", "children": []}]}]}, {"name": null, "role": "AXRow", "description": "Add silently", "role_description": "row", "value": 0, "position": "-391.00;-244.00", "size": "0;24", "children": [{"name": null, "role": "AXStaticText", "description": "Add silently", "role_description": "text", "value": 0, "position": "-391.00;-244.00", "size": "0;24", "children": [{"name": null, "role": "AXStaticText", "description": "Add silently", "role_description": "text", "value": "Add silently", "position": "-391.00;-244.00", "size": "25;21", "children": []}]}]}]}, {"name": null, "role": "AXScrollBar", "description": null, "role_description": "scroll bar", "value": 0, "position": "-391.00;-244.00", "size": "0;0", "children": []}]}]}]}, {"name": null, "role": "AXCheckBox", "description": "Apply to files created outside PyCharm", "role_description": "checkbox", "value": 0, "position": "-391.00;-244.00", "size": "268;25", "children": []}, {"name": null, "role": "AXStaticText", "description": "When files are deleted:", "role_description": "text", "value": "When files are deleted:", "position": "-391.00;-244.00", "size": "141;17", "children": []}, {"name": null, "role": "AXPopUpButton", "description": "Applicable to Subversion", "role_description": "pop up button", "value": "Ask", "position": "-391.00;-244.00", "size": "153;34", "children": [{"name": null, "role": "AXPopUpButton", "description": null, "role_description": "pop up button", "value": null, "position": "-391.00;-244.00", "size": "0;0", "children": [{"name": null, "role": "AXMenuItem", "description": null, "role_description": "menu item", "value": null, "position": "-391.00;-244.00", "size": "0;0", "children": [{"name": null, "role": "AXList", "description": "list", "role_description": "list", "value": 0, "position": "-391.00;-244.00", "size": "0;0", "children": [{"name": null, "role": "AXRow", "description": "Ask", "role_description": "row", "value": 0, "position": "-391.00;-244.00", "size": "0;24", "children": [{"name": null, "role": "AXStaticText", "description": "Ask", "role_description": "text", "value": 0, "position": "-391.00;-244.00", "size": "0;24", "children": [{"name": null, "role": "AXStaticText", "description": "Ask", "role_description": "text", "value": "Ask", "position": "-391.00;-244.00", "size": "25;21", "children": []}]}]}, {"name": null, "role": "AXRow", "description": "Do not remove", "role_description": "row", "value": 0, "position": "-391.00;-244.00", "size": "0;24", "children": [{"name": null, "role": "AXStaticText", "description": "Do not remove", "role_description": "text", "value": 0, "position": "-391.00;-244.00", "size": "0;24", "children": [{"name": null, "role": "AXStaticText", "description": "Do not remove", "role_description": "text", "value": "Do not remove", "position": "-391.00;-244.00", "size": "25;21", "children": []}]}]}, {"name": null, "role": "AXRow", "description": "Remove silently", "role_description": "row", "value": 0, "position": "-391.00;-244.00", "size": "0;24", "children": [{"name": null, "role": "AXStaticText", "description": "Remove silently", "role_description": "text", "value": 0, "position": "-391.00;-244.00", "size": "0;24", "children": [{"name": null, "role": "AXStaticText", "description": "Remove silently", "role_description": "text", "value": "Remove silently", "position": "-391.00;-244.00", "size": "25;21", "children": []}]}]}]}, {"name": null, "role": "AXScrollBar", "description": null, "role_description": "scroll bar", "value": 0, "position": "-391.00;-244.00", "size": "0;0", "children": []}]}]}]}, {"name": null, "role": "AXStaticText", "description": "Show options before:", "role_description": "text", "value": "Show options before:", "position": "-391.00;-244.00", "size": "131;17", "children": []}, {"name": null, "role": "AXCheckBox", "description": "Add", "role_description": "checkbox", "value": 1, "position": "-391.00;-244.00", "size": "0;0", "children": []}, {"name": null, "role": "AXCheckBox", "description": "Remove", "role_description": "checkbox", "value": 1, "position": "-391.00;-244.00", "size": "0;0", "children": []}, {"name": null, "role": "AXCheckBox", "description": "Checkout", "role_description": "checkbox", "value": 1, "position": "-391.00;-244.00", "size": "87;25", "children": []}, {"name": null, "role": "AXCheckBox", "description": "Update", "role_description": "checkbox", "value": 1, "position": "-391.00;-244.00", "size": "73;25", "children": []}, {"name": null, "role": "AXCheckBox", "description": "Status", "role_description": "checkbox", "value": 1, "position": "-391.00;-244.00", "size": "0;0", "children": []}, {"name": null, "role": "AXCheckBox", "description": "Edit", "role_description": "checkbox", "value": 1, "position": "-391.00;-244.00", "size": "0;0", "children": []}, {"name": null, "role": "AXCheckBox", "description": "Ask to unlock files set to read-only if you attempt to edit them", "role_description": "checkbox", "value": 1, "position": "-391.00;-244.00", "size": "409;25", "children": []}, {"name": null, "role": "AXTextField", "description": "text/html", "role_description": "text field", "value": "\nApplicable to Subversion", "position": "-391.00;-244.00", "size": "141;15", "children": [{"name": null, "role": "AXTextField", "description": "text/html", "role_description": "text field", "value": null, "position": "-391.00;-244.00", "size": "0;0", "children": []}, {"name": null, "role": "AXTextField", "description": "text/html", "role_description": "text field", "value": null, "position": "-391.00;-244.00", "size": "141;15", "children": []}, {"name": null, "role": "AXTextField", "description": "text/html", "role_description": "text field", "value": null, "position": "-391.00;-244.00", "size": "0;15", "children": []}]}, {"name": null, "role": "AXCheckBox", "description": "Ask for confirmation to drop commits", "role_description": "checkbox", "value": 1, "position": "-391.00;-244.00", "size": "257;25", "children": []}, {"name": null, "role": "AXTextField", "description": "text/html", "role_description": "text field", "value": "\nApplicable to Git", "position": "-391.00;-244.00", "size": "94;15", "children": [{"name": null, "role": "AXTextField", "description": "text/html", "role_description": "text field", "value": null, "position": "-391.00;-244.00", "size": "0;0", "children": []}, {"name": null, "role": "AXTextField", "description": "text/html", "role_description": "text field", "value": null, "position": "-391.00;-244.00", "size": "94;15", "children": []}, {"name": null, "role": "AXTextField", "description": "text/html", "role_description": "text field", "value": null, "position": "-391.00;-244.00", "size": "0;15", "children": []}]}, {"name": null, "role": "AXStaticText", "description": "Changes", "role_description": "text", "value": "Changes", "position": "-391.00;-244.00", "size": "54;17", "children": []}, {"name": null, "role": "AXCheckBox", "description": "Check for conflicts with the server every", "role_description": "checkbox", "value": 0, "position": "-391.00;-244.00", "size": "278;25", "children": []}, {"name": null, "role": "AXIncrementor", "description": null, "role_description": "stepper", "value": 60, "position": "-391.00;-244.00", "size": "99;34", "children": [{"name": null, "role": "AXTextField", "description": null, "role_description": "text field", "value": "60", "position": "-391.00;-244.00", "size": "55;21", "children": []}]}, {"name": null, "role": "AXStaticText", "description": "minutes", "role_description": "text", "value": "minutes", "position": "-391.00;-244.00", "size": "49;17", "children": []}, {"name": null, "role": "AXCheckBox", "description": "Highlight files changed in the last", "role_description": "checkbox", "value": 0, "position": "-391.00;-244.00", "size": "232;25", "children": []}, {"name": null, "role": "AXIncrementor", "description": null, "role_description": "stepper", "value": 31, "position": "-391.00;-244.00", "size": "88;34", "children": [{"name": null, "role": "AXTextField", "description": null, "role_description": "text field", "value": "31", "position": "-391.00;-244.00", "size": "44;21", "children": []}]}, {"name": null, "role": "AXStaticText", "description": "days", "role_description": "text", "value": "days", "position": "-391.00;-244.00", "size": "29;17", "children": []}, {"name": null, "role": "AXTextField", "description": "text/html", "role_description": "text field", "value": "\nModified files will be highlighted in the external stack trace and while debugging.", "position": "-391.00;-244.00", "size": "560;15", "children": [{"name": null, "role": "AXTextField", "description": "text/html", "role_description": "text field", "value": null, "position": "-391.00;-244.00", "size": "0;0", "children": []}, {"name": null, "role": "AXTextField", "description": "text/html", "role_description": "text field", "value": null, "position": "-391.00;-244.00", "size": "458;15", "children": []}, {"name": null, "role": "AXTextField", "description": "text/html", "role_description": "text field", "value": null, "position": "-391.00;-244.00", "size": "0;15", "children": []}]}, {"name": null, "role": "AXCheckBox", "description": "Highlight directories that contain modified files in the Project tree", "role_description": "checkbox", "value": 0, "position": "-391.00;-244.00", "size": "429;25", "children": []}, {"name": null, "role": "AXStaticText", "description": "When patch is created:", "role_description": "text", "value": "When patch is created:", "position": "-391.00;-244.00", "size": "142;17", "children": []}, {"name": null, "role": "AXPopUpButton", "description": "When patch is created:", "role_description": "pop up button", "value": "Ask", "position": "-391.00;-244.00", "size": "156;34", "children": [{"name": null, "role": "AXPopUpButton", "description": null, "role_description": "pop up button", "value": null, "position": "-391.00;-244.00", "size": "0;0", "children": [{"name": null, "role": "AXMenuItem", "description": null, "role_description": "menu item", "value": null, "position": "-391.00;-244.00", "size": "0;0", "children": [{"name": null, "role": "AXList", "description": "list", "role_description": "list", "value": 0, "position": "-391.00;-244.00", "size": "0;0", "children": [{"name": null, "role": "AXRow", "description": "Ask", "role_description": "row", "value": 0, "position": "-391.00;-244.00", "size": "0;24", "children": [{"name": null, "role": "AXStaticText", "description": "Ask", "role_description": "text", "value": 0, "position": "-391.00;-244.00", "size": "0;24", "children": []}]}, {"name": null, "role": "AXRow", "description": "Do nothing", "role_description": "row", "value": 0, "position": "-391.00;-244.00", "size": "0;24", "children": [{"name": null, "role": "AXStaticText", "description": "Do nothing", "role_description": "text", "value": 0, "position": "-391.00;-244.00", "size": "0;24", "children": []}]}, {"name": null, "role": "AXRow", "description": "Show in Finder", "role_description": "row", "value": 0, "position": "-391.00;-244.00", "size": "0;24", "children": [{"name": null, "role": "AXStaticText", "description": "Show in Finder", "role_description": "text", "value": 0, "position": "-391.00;-244.00", "size": "0;24", "children": []}]}]}, {"name": null, "role": "AXScrollBar", "description": null, "role_description": "scroll bar", "value": 0, "position": "-391.00;-244.00", "size": "0;0", "children": []}]}]}]}, {"name": null, "role": "AXCheckBox", "description": "Restore workspace when switching branches", "role_description": "checkbox", "value": 1, "position": "-391.00;-244.00", "size": "307;25", "children": []}, {"name": null, "role": "AXTextField", "description": "text/html", "role_description": "text field", "value": "\nA workspace is a set of opened files, the current run configuration and breakpoints associated with a branch.", "position": "-391.00;-244.00", "size": "560;30", "children": [{"name": null, "role": "AXTextField", "description": "text/html", "role_description": "text field", "value": null, "position": "-391.00;-244.00", "size": "0;0", "children": []}, {"name": null, "role": "AXTextField", "description": "text/html", "role_description": "text field", "value": null, "position": "-391.00;-244.00", "size": "538;30", "children": []}, {"name": null, "role": "AXTextField", "description": "text/html", "role_description": "text field", "value": null, "position": "-391.00;-244.00", "size": "0;15", "children": []}]}, {"name": null, "role": "AXCheckBox", "description": "Limit history to", "role_description": "checkbox", "value": 1, "position": "-391.00;-244.00", "size": "119;25", "children": []}, {"name": null, "role": "AXIncrementor", "description": null, "role_description": "stepper", "value": 1000, "position": "-391.00;-244.00", "size": "121;34", "children": [{"name": null, "role": "AXTextField", "description": null, "role_description": "text field", "value": "1000", "position": "-391.00;-244.00", "size": "77;21", "children": []}]}, {"name": null, "role": "AXStaticText", "description": "rows", "role_description": "text", "value": "rows", "position": "-391.00;-244.00", "size": "30;17", "children": []}, {"name": null, "role": "AXStaticText", "description": "Gutter", "role_description": "text", "value": "Gutter", "position": "-391.00;-244.00", "size": "39;17", "children": []}, {"name": null, "role": "AXCheckBox", "description": "Highlight modified lines in the gutter", "role_description": "checkbox", "value": 1, "position": "-391.00;-244.00", "size": "251;25", "children": []}, {"name": null, "role": "AXCheckBox", "description": "Highlight modified lines in error stripe on the scrollbar", "role_description": "checkbox", "value": 1, "position": "-391.00;-244.00", "size": "358;25", "children": []}, {"name": null, "role": "AXCheckBox", "description": "Highlight lines with whitespace-only modifications with a different color", "role_description": "checkbox", "value": 1, "position": "-391.00;-244.00", "size": "468;25", "children": []}]}, {"name": null, "role": "AXScrollArea", "description": null, "role_description": "scroll area", "value": 0, "position": "-391.00;-244.00", "size": "737;600", "children": [{"name": null, "role": "AXScrollBar", "description": null, "role_description": "scroll bar", "value": 0, "position": "-391.00;-244.00", "size": "0;0", "children": []}, {"name": null, "role": "AXScrollBar", "description": null, "role_description": "scroll bar", "value": 0, "position": "-391.00;-244.00", "size": "0;0", "children": []}, {"name": null, "role": "AXScrollArea", "description": null, "role_description": "scroll area", "value": 0, "position": "-391.00;-244.00", "size": "693;520", "children": [{"name": null, "role": "AXTable", "description": "table", "role_description": "table", "value": 0, "position": "-391.00;-244.00", "size": "693;495", "children": []}, {"name": null, "role": "AXScrollBar", "description": null, "role_description": "scroll bar", "value": 0, "position": "-391.00;-244.00", "size": "0;0", "children": []}, {"name": null, "role": "AXScrollBar", "description": null, "role_description": "scroll bar", "value": 0, "position": "-391.00;-244.00", "size": "0;0", "children": []}, {"name": null, "role": "AXStaticText", "description": "Directory", "role_description": "text", "value": "Directory", "position": "-391.00;-244.00", "size": "608;0", "children": []}, {"name": null, "role": "AXStaticText", "description": "VCS", "role_description": "text", "value": "VCS", "position": "-391.00;-244.00", "size": "85;0", "children": []}]}, {"name": null, "role": "AXGroup", "description": "Action Toolbar", "role_description": "group", "value": 0, "position": "-391.00;-244.00", "size": "693;24", "children": [{"name": null, "role": "AXButton", "description": "Add", "role_description": "button", "value": null, "position": "-391.00;-244.00", "size": "26;24", "children": []}, {"name": null, "role": "AXButton", "description": "Remove", "role_description": "button", "value": null, "position": "-391.00;-244.00", "size": "26;24", "children": []}, {"name": null, "role": "AXButton", "description": "Edit", "role_description": "button", "value": null, "position": "-391.00;-244.00", "size": "26;24", "children": []}]}, {"name": null, "role": "AXStaticText", "description": "<Project> - Content roots of all modules, all immediate descendants of project base directory, and .idea directory contents", "role_description": "text", "value": "<Project> - Content roots of all modules, all immediate descendants of project base directory, and .idea directory contents", "position": "-391.00;-244.00", "size": "695;18", "children": []}]}, {"name": null, "role": "AXScrollArea", "description": null, "role_description": "scroll area", "value": 0, "position": "-391.00;-244.00", "size": "250;551", "children": [{"name": null, "role": "AXScrollBar", "description": null, "role_description": "scroll bar", "value": 0, "position": "-391.00;-244.00", "size": "14;549", "children": []}, {"name": null, "role": "AXScrollBar", "description": null, "role_description": "scroll bar", "value": 0, "position": "-391.00;-244.00", "size": "0;0", "children": []}, {"name": null, "role": "AXTable", "description": "table", "role_description": "table", "value": 0, "position": "-391.00;-244.00", "size": "248;550", "children": [{"name": null, "role": "AXRow", "description": "* , Added", "role_description": "row", "value": 0, "position": "-391.00;-244.00", "size": "248;22", "children": [{"name": null, "role": "AXCell", "description": "* ", "role_description": "cell", "value": 0, "position": "-391.00;-244.00", "size": "15;22", "children": [{"name": null, "role": "AXStaticText", "description": "* ", "role_description": "text", "value": 0, "position": "-391.00;-244.00", "size": "15;22", "children": []}]}, {"name": null, "role": "AXCell", "description": "Added", "role_description": "cell", "value": 0, "position": "-391.00;-244.00", "size": "233;22", "children": [{"name": null, "role": "AXStaticText", "description": "Added", "role_description": "text", "value": 0, "position": "-391.00;-244.00", "size": "233;22", "children": []}]}]}, {"name": null, "role": "AXRow", "description": "* , Added in not active changelist", "role_description": "row", "value": 0, "position": "-391.00;-244.00", "size": "248;22", "children": [{"name": null, "role": "AXCell", "description": "* ", "role_description": "cell", "value": 0, "position": "-391.00;-244.00", "size": "15;22", "children": [{"name": null, "role": "AXStaticText", "description": "* ", "role_description": "text", "value": 0, "position": "-391.00;-244.00", "size": "15;22", "children": []}]}, {"name": null, "role": "AXCell", "description": "Added in not active changelist", "role_description": "cell", "value": 0, "position": "-391.00;-244.00", "size": "233;22", "children": [{"name": null, "role": "AXStaticText", "description": "Added in not active changelist", "role_description": "text", "value": 0, "position": "-391.00;-244.00", "size": "233;22", "children": []}]}]}, {"name": null, "role": "AXRow", "description": "* , Changelist conflict", "role_description": "row", "value": 0, "position": "-391.00;-244.00", "size": "248;22", "children": [{"name": null, "role": "AXCell", "description": "* ", "role_description": "cell", "value": 0, "position": "-391.00;-244.00", "size": "15;22", "children": [{"name": null, "role": "AXStaticText", "description": "* ", "role_description": "text", "value": 0, "position": "-391.00;-244.00", "size": "15;22", "children": []}]}, {"name": null, "role": "AXCell", "description": "Changelist conflict", "role_description": "cell", "value": 0, "position": "-391.00;-244.00", "size": "233;22", "children": [{"name": null, "role": "AXStaticText", "description": "Changelist conflict", "role_description": "text", "value": 0, "position": "-391.00;-244.00", "size": "233;22", "children": []}]}]}, {"name": null, "role": "AXRow", "description": "* , Copied", "role_description": "row", "value": 0, "position": "-391.00;-244.00", "size": "248;22", "children": [{"name": null, "role": "AXCell", "description": "* ", "role_description": "cell", "value": 0, "position": "-391.00;-244.00", "size": "15;22", "children": [{"name": null, "role": "AXStaticText", "description": "* ", "role_description": "text", "value": 0, "position": "-391.00;-244.00", "size": "15;22", "children": []}]}, {"name": null, "role": "AXCell", "description": "Copied", "role_description": "cell", "value": 0, "position": "-391.00;-244.00", "size": "233;22", "children": [{"name": null, "role": "AXStaticText", "description": "Copied", "role_description": "text", "value": 0, "position": "-391.00;-244.00", "size": "233;22", "children": []}]}]}, {"name": null, "role": "AXRow", "description": "* , Deleted", "role_description": "row", "value": 0, "position": "-391.00;-244.00", "size": "248;22", "children": [{"name": null, "role": "AXCell", "description": "* ", "role_description": "cell", "value": 0, "position": "-391.00;-244.00", "size": "15;22", "children": [{"name": null, "role": "AXStaticText", "description": "* ", "role_description": "text", "value": 0, "position": "-391.00;-244.00", "size": "15;22", "children": []}]}, {"name": null, "role": "AXCell", "description": "Deleted", "role_description": "cell", "value": 0, "position": "-391.00;-244.00", "size": "233;22", "children": [{"name": null, "role": "AXStaticText", "description": "Deleted", "role_description": "text", "value": 0, "position": "-391.00;-244.00", "size": "233;22", "children": []}]}]}, {"name": null, "role": "AXRow", "description": "* , Deleted from file system", "role_description": "row", "value": 0, "position": "-391.00;-244.00", "size": "248;22", "children": [{"name": null, "role": "AXCell", "description": "* ", "role_description": "cell", "value": 0, "position": "-391.00;-244.00", "size": "15;22", "children": [{"name": null, "role": "AXStaticText", "description": "* ", "role_description": "text", "value": 0, "position": "-391.00;-244.00", "size": "15;22", "children": []}]}, {"name": null, "role": "AXCell", "description": "Deleted from file system", "role_description": "cell", "value": 0, "position": "-391.00;-244.00", "size": "233;22", "children": [{"name": null, "role": "AXStaticText", "description": "Deleted from file system", "role_description": "text", "value": 0, "position": "-391.00;-244.00", "size": "233;22", "children": []}]}]}, {"name": null, "role": "AXRow", "description": null, "role_description": "row", "value": 0, "position": "-391.00;-244.00", "size": "248;22", "children": [{"name": null, "role": "AXCell", "description": null, "role_description": "cell", "value": 0, "position": "-391.00;-244.00", "size": "15;22", "children": [{"name": null, "role": "AXStaticText", "description": null, "role_description": "text", "value": 0, "position": "-391.00;-244.00", "size": "15;22", "children": []}]}, {"name": null, "role": "AXCell", "description": "External (svn)", "role_description": "cell", "value": 0, "position": "-391.00;-244.00", "size": "233;22", "children": [{"name": null, "role": "AXStaticText", "description": "External (svn)", "role_description": "text", "value": 0, "position": "-391.00;-244.00", "size": "233;22", "children": []}]}]}, {"name": null, "role": "AXRow", "description": "* , Have changed descendants", "role_description": "row", "value": 0, "position": "-391.00;-244.00", "size": "248;22", "children": [{"name": null, "role": "AXCell", "description": "* ", "role_description": "cell", "value": 0, "position": "-391.00;-244.00", "size": "15;22", "children": [{"name": null, "role": "AXStaticText", "description": "* ", "role_description": "text", "value": 0, "position": "-391.00;-244.00", "size": "15;22", "children": []}]}, {"name": null, "role": "AXCell", "description": "Have changed descendants", "role_description": "cell", "value": 0, "position": "-391.00;-244.00", "size": "233;22", "children": [{"name": null, "role": "AXStaticText", "description": "Have changed descendants", "role_description": "text", "value": 0, "position": "-391.00;-244.00", "size": "233;22", "children": []}]}]}, {"name": null, "role": "AXRow", "description": "* , Have immediate changed children", "role_description": "row", "value": 0, "position": "-391.00;-244.00", "size": "248;22", "children": [{"name": null, "role": "AXCell", "description": "* ", "role_description": "cell", "value": 0, "position": "-391.00;-244.00", "size": "15;22", "children": [{"name": null, "role": "AXStaticText", "description": "* ", "role_description": "text", "value": 0, "position": "-391.00;-244.00", "size": "15;22", "children": []}]}, {"name": null, "role": "AXCell", "description": "Have immediate changed children", "role_description": "cell", "value": 0, "position": "-391.00;-244.00", "size": "233;22", "children": [{"name": null, "role": "AXStaticText", "description": "Have immediate changed children", "role_description": "text", "value": 0, "position": "-391.00;-244.00", "size": "233;22", "children": []}]}]}, {"name": null, "role": "AXRow", "description": null, "role_description": "row", "value": 0, "position": "-391.00;-244.00", "size": "248;22", "children": [{"name": null, "role": "AXCell", "description": null, "role_description": "cell", "value": 0, "position": "-391.00;-244.00", "size": "15;22", "children": [{"name": null, "role": "AXStaticText", "description": null, "role_description": "text", "value": 0, "position": "-391.00;-244.00", "size": "15;22", "children": []}]}, {"name": null, "role": "AXCell", "description": "Hijacked", "role_description": "cell", "value": 0, "position": "-391.00;-244.00", "size": "233;22", "children": [{"name": null, "role": "AXStaticText", "description": "Hijacked", "role_description": "text", "value": 0, "position": "-391.00;-244.00", "size": "233;22", "children": []}]}]}, {"name": null, "role": "AXRow", "description": "* , Ignored", "role_description": "row", "value": 0, "position": "-391.00;-244.00", "size": "248;22", "children": [{"name": null, "role": "AXCell", "description": "* ", "role_description": "cell", "value": 0, "position": "-391.00;-244.00", "size": "15;22", "children": [{"name": null, "role": "AXStaticText", "description": "* ", "role_description": "text", "value": 0, "position": "-391.00;-244.00", "size": "15;22", "children": []}]}, {"name": null, "role": "AXCell", "description": "Ignored", "role_description": "cell", "value": 0, "position": "-391.00;-244.00", "size": "233;22", "children": [{"name": null, "role": "AXStaticText", "description": "Ignored", "role_description": "text", "value": 0, "position": "-391.00;-244.00", "size": "233;22", "children": []}]}]}, {"name": null, "role": "AXRow", "description": "* , Merged", "role_description": "row", "value": 0, "position": "-391.00;-244.00", "size": "248;22", "children": [{"name": null, "role": "AXCell", "description": "* ", "role_description": "cell", "value": 0, "position": "-391.00;-244.00", "size": "15;22", "children": [{"name": null, "role": "AXStaticText", "description": "* ", "role_description": "text", "value": 0, "position": "-391.00;-244.00", "size": "15;22", "children": []}]}, {"name": null, "role": "AXCell", "description": "Merged", "role_description": "cell", "value": 0, "position": "-391.00;-244.00", "size": "233;22", "children": [{"name": null, "role": "AXStaticText", "description": "Merged", "role_description": "text", "value": 0, "position": "-391.00;-244.00", "size": "233;22", "children": []}]}]}, {"name": null, "role": "AXRow", "description": "* , Merged with conflicts", "role_description": "row", "value": 0, "position": "-391.00;-244.00", "size": "248;22", "children": [{"name": null, "role": "AXCell", "description": "* ", "role_description": "cell", "value": 0, "position": "-391.00;-244.00", "size": "15;22", "children": [{"name": null, "role": "AXStaticText", "description": "* ", "role_description": "text", "value": 0, "position": "-391.00;-244.00", "size": "15;22", "children": []}]}, {"name": null, "role": "AXCell", "description": "Merged with conflicts", "role_description": "cell", "value": 0, "position": "-391.00;-244.00", "size": "233;22", "children": [{"name": null, "role": "AXStaticText", "description": "Merged with conflicts", "role_description": "text", "value": 0, "position": "-391.00;-244.00", "size": "233;22", "children": []}]}]}, {"name": null, "role": "AXRow", "description": "* , Merged with property conflicts", "role_description": "row", "value": 0, "position": "-391.00;-244.00", "size": "248;22", "children": [{"name": null, "role": "AXCell", "description": "* ", "role_description": "cell", "value": 0, "position": "-391.00;-244.00", "size": "15;22", "children": [{"name": null, "role": "AXStaticText", "description": "* ", "role_description": "text", "value": 0, "position": "-391.00;-244.00", "size": "15;22", "children": []}]}, {"name": null, "role": "AXCell", "description": "Merged with property conflicts", "role_description": "cell", "value": 0, "position": "-391.00;-244.00", "size": "233;22", "children": [{"name": null, "role": "AXStaticText", "description": "Merged with property conflicts", "role_description": "text", "value": 0, "position": "-391.00;-244.00", "size": "233;22", "children": []}]}]}, {"name": null, "role": "AXRow", "description": "* , Merged with text and property conflicts", "role_description": "row", "value": 0, "position": "-391.00;-244.00", "size": "248;22", "children": [{"name": null, "role": "AXCell", "description": "* ", "role_description": "cell", "value": 0, "position": "-391.00;-244.00", "size": "15;22", "children": [{"name": null, "role": "AXStaticText", "description": "* ", "role_description": "text", "value": 0, "position": "-391.00;-244.00", "size": "15;22", "children": []}]}, {"name": null, "role": "AXCell", "description": "Merged with text and property conflicts", "role_description": "cell", "value": 0, "position": "-391.00;-244.00", "size": "233;22", "children": [{"name": null, "role": "AXStaticText", "description": "Merged with text and property conflicts", "role_description": "text", "value": 0, "position": "-391.00;-244.00", "size": "233;22", "children": []}]}]}, {"name": null, "role": "AXRow", "description": "* , Modified", "role_description": "row", "value": 0, "position": "-391.00;-244.00", "size": "248;22", "children": [{"name": null, "role": "AXCell", "description": "* ", "role_description": "cell", "value": 0, "position": "-391.00;-244.00", "size": "15;22", "children": [{"name": null, "role": "AXStaticText", "description": "* ", "role_description": "text", "value": 0, "position": "-391.00;-244.00", "size": "15;22", "children": []}]}, {"name": null, "role": "AXCell", "description": "Modified", "role_description": "cell", "value": 0, "position": "-391.00;-244.00", "size": "233;22", "children": [{"name": null, "role": "AXStaticText", "description": "Modified", "role_description": "text", "value": 0, "position": "-391.00;-244.00", "size": "233;22", "children": []}]}]}, {"name": null, "role": "AXRow", "description": "* , Modified in not active changelist", "role_description": "row", "value": 0, "position": "-391.00;-244.00", "size": "248;22", "children": [{"name": null, "role": "AXCell", "description": "* ", "role_description": "cell", "value": 0, "position": "-391.00;-244.00", "size": "15;22", "children": [{"name": null, "role": "AXStaticText", "description": "* ", "role_description": "text", "value": 0, "position": "-391.00;-244.00", "size": "15;22", "children": []}]}, {"name": null, "role": "AXCell", "description": "Modified in not active changelist", "role_description": "cell", "value": 0, "position": "-391.00;-244.00", "size": "233;22", "children": [{"name": null, "role": "AXStaticText", "description": "Modified in not active changelist", "role_description": "text", "value": 0, "position": "-391.00;-244.00", "size": "233;22", "children": []}]}]}, {"name": null, "role": "AXRow", "description": null, "role_description": "row", "value": 0, "position": "-391.00;-244.00", "size": "248;22", "children": [{"name": null, "role": "AXCell", "description": null, "role_description": "cell", "value": 0, "position": "-391.00;-244.00", "size": "15;22", "children": [{"name": null, "role": "AXStaticText", "description": null, "role_description": "text", "value": 0, "position": "-391.00;-244.00", "size": "15;22", "children": []}]}, {"name": null, "role": "AXCell", "description": "Obsolete", "role_description": "cell", "value": 0, "position": "-391.00;-244.00", "size": "233;22", "children": [{"name": null, "role": "AXStaticText", "description": "Obsolete", "role_description": "text", "value": 0, "position": "-391.00;-244.00", "size": "233;22", "children": []}]}]}, {"name": null, "role": "AXRow", "description": null, "role_description": "row", "value": 0, "position": "-391.00;-244.00", "size": "248;22", "children": [{"name": null, "role": "AXCell", "description": null, "role_description": "cell", "value": 0, "position": "-391.00;-244.00", "size": "15;22", "children": [{"name": null, "role": "AXStaticText", "description": null, "role_description": "text", "value": 0, "position": "-391.00;-244.00", "size": "15;22", "children": []}]}, {"name": null, "role": "AXCell", "description": "Obstructed (svn)", "role_description": "cell", "value": 0, "position": "-391.00;-244.00", "size": "233;22", "children": [{"name": null, "role": "AXStaticText", "description": "Obstructed (svn)", "role_description": "text", "value": 0, "position": "-391.00;-244.00", "size": "233;22", "children": []}]}]}, {"name": null, "role": "AXRow", "description": "* , Renamed", "role_description": "row", "value": 0, "position": "-391.00;-244.00", "size": "248;22", "children": [{"name": null, "role": "AXCell", "description": "* ", "role_description": "cell", "value": 0, "position": "-391.00;-244.00", "size": "15;22", "children": [{"name": null, "role": "AXStaticText", "description": "* ", "role_description": "text", "value": 0, "position": "-391.00;-244.00", "size": "15;22", "children": []}]}, {"name": null, "role": "AXCell", "description": "Renamed", "role_description": "cell", "value": 0, "position": "-391.00;-244.00", "size": "233;22", "children": [{"name": null, "role": "AXStaticText", "description": "Renamed", "role_description": "text", "value": 0, "position": "-391.00;-244.00", "size": "233;22", "children": []}]}]}, {"name": null, "role": "AXRow", "description": null, "role_description": "row", "value": 0, "position": "-391.00;-244.00", "size": "248;22", "children": [{"name": null, "role": "AXCell", "description": null, "role_description": "cell", "value": 0, "position": "-391.00;-244.00", "size": "15;22", "children": [{"name": null, "role": "AXStaticText", "description": null, "role_description": "text", "value": 0, "position": "-391.00;-244.00", "size": "15;22", "children": []}]}, {"name": null, "role": "AXCell", "description": "Replaced (svn)", "role_description": "cell", "value": 0, "position": "-391.00;-244.00", "size": "233;22", "children": [{"name": null, "role": "AXStaticText", "description": "Replaced (svn)", "role_description": "text", "value": 0, "position": "-391.00;-244.00", "size": "233;22", "children": []}]}]}, {"name": null, "role": "AXRow", "description": null, "role_description": "row", "value": 0, "position": "-391.00;-244.00", "size": "248;22", "children": [{"name": null, "role": "AXCell", "description": null, "role_description": "cell", "value": 0, "position": "-391.00;-244.00", "size": "15;22", "children": [{"name": null, "role": "AXStaticText", "description": null, "role_description": "text", "value": 0, "position": "-391.00;-244.00", "size": "15;22", "children": []}]}, {"name": null, "role": "AXCell", "description": "Suppressed", "role_description": "cell", "value": 0, "position": "-391.00;-244.00", "size": "233;22", "children": [{"name": null, "role": "AXStaticText", "description": "Suppressed", "role_description": "text", "value": 0, "position": "-391.00;-244.00", "size": "233;22", "children": []}]}]}, {"name": null, "role": "AXRow", "description": null, "role_description": "row", "value": 0, "position": "-391.00;-244.00", "size": "248;22", "children": [{"name": null, "role": "AXCell", "description": null, "role_description": "cell", "value": 0, "position": "-391.00;-244.00", "size": "15;22", "children": [{"name": null, "role": "AXStaticText", "description": null, "role_description": "text", "value": 0, "position": "-391.00;-244.00", "size": "15;22", "children": []}]}, {"name": null, "role": "AXCell", "description": "Switched", "role_description": "cell", "value": 0, "position": "-391.00;-244.00", "size": "233;22", "children": [{"name": null, "role": "AXStaticText", "description": "Switched", "role_description": "text", "value": 0, "position": "-391.00;-244.00", "size": "233;22", "children": []}]}]}, {"name": null, "role": "AXRow", "description": "* , Unknown", "role_description": "row", "value": 0, "position": "-391.00;-244.00", "size": "248;22", "children": [{"name": null, "role": "AXCell", "description": "* ", "role_description": "cell", "value": 0, "position": "-391.00;-244.00", "size": "15;22", "children": [{"name": null, "role": "AXStaticText", "description": "* ", "role_description": "text", "value": 0, "position": "-391.00;-244.00", "size": "15;22", "children": []}]}, {"name": null, "role": "AXCell", "description": "Unknown", "role_description": "cell", "value": 0, "position": "-391.00;-244.00", "size": "233;22", "children": [{"name": null, "role": "AXStaticText", "description": "Unknown", "role_description": "text", "value": 0, "position": "-391.00;-244.00", "size": "233;22", "children": []}]}]}, {"name": null, "role": "AXRow", "description": null, "role_description": "row", "value": 0, "position": "-391.00;-244.00", "size": "248;22", "children": [{"name": null, "role": "AXCell", "description": null, "role_description": "cell", "value": 0, "position": "-391.00;-244.00", "size": "15;22", "children": [{"name": null, "role": "AXStaticText", "description": null, "role_description": "text", "value": 0, "position": "-391.00;-244.00", "size": "15;22", "children": []}]}, {"name": null, "role": "AXCell", "description": "Up to date", "role_description": "cell", "value": 0, "position": "-391.00;-244.00", "size": "233;22", "children": [{"name": null, "role": "AXStaticText", "description": "Up to date", "role_description": "text", "value": 0, "position": "-391.00;-244.00", "size": "233;22", "children": []}]}]}]}]}, {"name": null, "role": "AXCheckBox", "description": "File Status Color:", "role_description": "checkbox", "value": 0, "position": "-391.00;-244.00", "size": "0;0", "children": []}, {"name": null, "role": "AXButton", "description": "Restore Default", "role_description": "button", "value": null, "position": "-391.00;-244.00", "size": "130;34", "children": []}, {"name": null, "role": "AXStaticText", "description": "* Customized", "role_description": "text", "value": "* Customized", "position": "-391.00;-244.00", "size": "84;17", "children": []}, {"name": null, "role": "AXTextField", "description": "text/html", "role_description": "text field", "value": "\nPyCharm will search for the specified patterns in check-in comments and link them to issues in your issue tracker", "position": "-391.00;-244.00", "size": "705;17", "children": [{"name": null, "role": "AXTextField", "description": "text/html", "role_description": "text field", "value": null, "position": "-391.00;-244.00", "size": "0;0", "children": []}, {"name": null, "role": "AXTextField", "description": "text/html", "role_description": "text field", "value": null, "position": "-391.00;-244.00", "size": "696;17", "children": []}, {"name": null, "role": "AXTextField", "description": "text/html", "role_description": "text field", "value": null, "position": "-391.00;-244.00", "size": "0;17", "children": []}]}, {"name": null, "role": "AXScrollArea", "description": null, "role_description": "scroll area", "value": 0, "position": "-391.00;-244.00", "size": "703;517", "children": [{"name": null, "role": "AXTable", "description": "table", "role_description": "table", "value": 0, "position": "-391.00;-244.00", "size": "703;492", "children": []}, {"name": null, "role": "AXScrollBar", "description": null, "role_description": "scroll bar", "value": 0, "position": "-391.00;-244.00", "size": "0;0", "children": []}, {"name": null, "role": "AXScrollBar", "description": null, "role_description": "scroll bar", "value": 0, "position": "-391.00;-244.00", "size": "0;0", "children": []}, {"name": null, "role": "AXStaticText", "description": "Issue", "role_description": "text", "value": "Issue", "position": "-391.00;-244.00", "size": "352;0", "children": []}, {"name": null, "role": "AXStaticText", "description": "Link", "role_description": "text", "value": "Link", "position": "-391.00;-244.00", "size": "351;0", "children": []}]}, {"name": null, "role": "AXGroup", "description": "Action Toolbar", "role_description": "group", "value": 0, "position": "-391.00;-244.00", "size": "703;24", "children": [{"name": null, "role": "AXButton", "description": "Add...", "role_description": "button", "value": null, "position": "-391.00;-244.00", "size": "26;24", "children": []}, {"name": null, "role": "AXButton", "description": "Edit", "role_description": "button", "value": null, "position": "-391.00;-244.00", "size": "26;24", "children": []}, {"name": null, "role": "AXButton", "description": "Remove", "role_description": "button", "value": null, "position": "-391.00;-244.00", "size": "26;24", "children": []}]}, {"name": null, "role": "AXScrollArea", "description": null, "role_description": "scroll area", "value": 0, "position": "-391.00;-244.00", "size": "737;600", "children": [{"name": null, "role": "AXScrollBar", "description": null, "role_description": "scroll bar", "value": 0, "position": "-391.00;-244.00", "size": "0;0", "children": []}, {"name": null, "role": "AXScrollBar", "description": null, "role_description": "scroll bar", "value": 0, "position": "-391.00;-244.00", "size": "0;0", "children": []}, {"name": null, "role": "AXCheckBox", "description": "Remove successfully applied files from the shelf", "role_description": "checkbox", "value": 0, "position": "-391.00;-244.00", "size": "324;25", "children": []}, {"name": null, "role": "AXCheckBox", "description": "Shelve base revisions of files under distributed version control systems", "role_description": "checkbox", "value": 1, "position": "-391.00;-244.00", "size": "466;25", "children": []}, {"name": null, "role": "AXTextField", "description": "text/html", "role_description": "text field", "value": "\nThe base content of files larger than 500K will not be stored", "position": "-391.00;-244.00", "size": "341;15", "children": [{"name": null, "role": "AXTextField", "description": "text/html", "role_description": "text field", "value": null, "position": "-391.00;-244.00", "size": "0;0", "children": []}, {"name": null, "role": "AXTextField", "description": "text/html", "role_description": "text field", "value": null, "position": "-391.00;-244.00", "size": "341;15", "children": []}, {"name": null, "role": "AXTextField", "description": "text/html", "role_description": "text field", "value": null, "position": "-391.00;-244.00", "size": "0;15", "children": []}]}, {"name": null, "role": "AXButton", "description": "Change Shelves Location...", "role_description": "button", "value": null, "position": "-391.00;-244.00", "size": "201;34", "children": []}, {"name": null, "role": "AXStaticText", "description": "Current location is /Users/[username]/Code/test/.idea/shelf", "role_description": "text", "value": "Current location is /Users/[username]/Code/test/.idea/shelf", "position": "-391.00;-244.00", "size": "329;15", "children": [{"name": null, "role": "AXStaticText", "description": null, "role_description": "text", "value": null, "position": "-391.00;-244.00", "size": "0;15", "children": []}, {"name": null, "role": "AXTextField", "description": "text/html", "role_description": "text field", "value": "\nCurrent location is /Users/[username]/Code/test/.idea/shelf", "position": "-391.00;-244.00", "size": "329;15", "children": [{"name": null, "role": "AXTextField", "description": "text/html", "role_description": "text field", "value": null, "position": "-391.00;-244.00", "size": "0;0", "children": []}, {"name": null, "role": "AXTextField", "description": "text/html", "role_description": "text field", "value": null, "position": "-391.00;-244.00", "size": "328;15", "children": []}, {"name": null, "role": "AXTextField", "description": "text/html", "role_description": "text field", "value": null, "position": "-391.00;-244.00", "size": "0;15", "children": []}]}]}]}, {"name": null, "role": "AXScrollArea", "description": null, "role_description": "scroll area", "value": 0, "position": "245.00;71.00", "size": "737;600", "children": [{"name": null, "role": "AXScrollBar", "description": null, "role_description": "scroll bar", "value": 0, "position": "968.00;71.00", "size": "14;600", "children": []}, {"name": null, "role": "AXScrollBar", "description": null, "role_description": "scroll bar", "value": 0, "position": "-391.00;-244.00", "size": "0;0", "children": []}, {"name": null, "role": "AXStaticText", "description": "Path to Git executable:", "role_description": "text", "value": "Path to Git executable:", "position": "261.00;84.00", "size": "140;17", "children": []}, {"name": null, "role": "AXTextField", "description": "Auto-detected: /usr/bin/git", "role_description": "text field", "value": "", "position": "411.00;76.00", "size": "467;34", "children": []}, {"name": null, "role": "AXButton", "description": "Test", "role_description": "button", "value": null, "position": "888.00;76.00", "size": "78;34", "children": []}, {"name": null, "role": "AXCheckBox", "description": "Set this path only for the current project", "role_description": "checkbox", "value": 0, "position": "411.00;110.00", "size": "275;25", "children": []}, {"name": null, "role": "AXStaticText", "description": "Commit", "role_description": "text", "value": "Commit", "position": "261.00;165.00", "size": "48;17", "children": []}, {"name": null, "role": "AXCheckBox", "description": "Enable staging area", "role_description": "checkbox", "value": 0, "position": "281.00;190.00", "size": "149;25", "children": []}, {"name": null, "role": "AXTextField", "description": "text/html", "role_description": "text field", "value": "\nThis will disable changelists support. Only for non-modal commit interface.", "position": "309.00;217.00", "size": "560;15", "children": [{"name": null, "role": "AXTextField", "description": "text/html", "role_description": "text field", "value": null, "position": "309.00;217.00", "size": "0;0", "children": []}, {"name": null, "role": "AXTextField", "description": "text/html", "role_description": "text field", "value": null, "position": "309.00;217.00", "size": "424;15", "children": []}, {"name": null, "role": "AXTextField", "description": "text/html", "role_description": "text field", "value": null, "position": "733.00;229.00", "size": "0;15", "children": []}]}, {"name": null, "role": "AXCheckBox", "description": "Warn if CRLF line separators are about to be committed", "role_description": "checkbox", "value": 1, "position": "281.00;240.00", "size": "370;25", "children": []}, {"name": null, "role": "AXCheckBox", "description": "Warn when committing in detached HEAD or during rebase", "role_description": "checkbox", "value": 1, "position": "281.00;269.00", "size": "390;25", "children": []}, {"name": null, "role": "AXCheckBox", "description": "Warn when committing files larger than", "role_description": "checkbox", "value": 1, "position": "281.00;303.00", "size": "269;25", "children": []}, {"name": null, "role": "AXIncrementor", "description": null, "role_description": "stepper", "value": 50, "position": "553.00;299.00", "size": "110;34", "children": [{"name": null, "role": "AXTextField", "description": null, "role_description": "text field", "value": "50", "position": "561.00;306.00", "size": "66;21", "children": []}]}, {"name": null, "role": "AXStaticText", "description": "MB", "role_description": "text", "value": "MB", "position": "666.00;307.00", "size": "20;17", "children": []}, {"name": null, "role": "AXCheckBox", "description": "Warn when committing files with names that might cause issues on other systems", "role_description": "checkbox", "value": 1, "position": "281.00;338.00", "size": "532;25", "children": []}, {"name": null, "role": "AXCheckBox", "description": "Add the 'cherry-picked from <hash>' suffix when picking commits pushed to protected branches", "role_description": "checkbox", "value": 1, "position": "281.00;367.00", "size": "623;25", "children": []}, {"name": null, "role": "AXButton", "description": "Configure GPG Key…", "role_description": "button", "value": null, "position": "282.00;397.00", "size": "163;34", "children": []}, {"name": null, "role": "AXStaticText", "description": "No Git roots in the project", "role_description": "text", "value": "No Git roots in the project", "position": "458.00;406.00", "size": "159;17", "children": []}, {"name": null, "role": "AXStaticText", "description": null, "role_description": "text", "value": null, "position": "-391.00;-244.00", "size": "0;0", "children": []}, {"name": null, "role": "AXStaticText", "description": "Push", "role_description": "text", "value": "Push", "position": "261.00;460.00", "size": "30;17", "children": []}, {"name": null, "role": "AXCheckBox", "description": "Auto-update if push of the current branch was rejected", "role_description": "checkbox", "value": 0, "position": "281.00;485.00", "size": "368;25", "children": []}, {"name": null, "role": "AXCheckBox", "description": "Show Push dialog for Commit and Push", "role_description": "checkbox", "value": 1, "position": "281.00;514.00", "size": "270;25", "children": []}, {"name": null, "role": "AXCheckBox", "description": "Show Push dialog only when committing to protected branches", "role_description": "checkbox", "value": 0, "position": "305.00;543.00", "size": "417;25", "children": []}, {"name": null, "role": "AXStaticText", "description": "Protected branches:", "role_description": "text", "value": "Protected branches:", "position": "285.00;582.00", "size": "125;17", "children": []}, {"name": null, "role": "AXTextField", "description": "Protected branches:", "role_description": "text field", "value": "master;main", "position": "413.00;573.00", "size": "556;34", "children": []}, {"name": null, "role": "AXCheckBox", "description": "Load branch protection rules from GitHub", "role_description": "checkbox", "value": 1, "position": "305.00;612.00", "size": "284;25", "children": []}, {"name": null, "role": "AXTextField", "description": "text/html", "role_description": "text field", "value": "\nGitHub rules are added to the local rules and synced on every fetch", "position": "333.00;639.00", "size": "383;15", "children": [{"name": null, "role": "AXTextField", "description": "text/html", "role_description": "text field", "value": null, "position": "333.00;639.00", "size": "0;0", "children": []}, {"name": null, "role": "AXTextField", "description": "text/html", "role_description": "text field", "value": null, "position": "333.00;639.00", "size": "383;15", "children": []}, {"name": null, "role": "AXTextField", "description": "text/html", "role_description": "text field", "value": null, "position": "716.00;651.00", "size": "0;15", "children": []}]}, {"name": null, "role": "AXStaticText", "description": "Update", "role_description": "text", "value": "Update", "position": "261.00;686.00", "size": "45;17", "children": []}, {"name": null, "role": "AXStaticText", "description": "Update method:", "role_description": "text", "value": "Update method:", "position": "285.00;715.00", "size": "100;17", "children": []}, {"name": null, "role": "AXRadioButton", "description": "Merge", "role_description": "radio button", "value": 1, "position": "397.00;711.00", "size": "67;25", "children": []}, {"name": null, "role": "AXRadioButton", "description": "Rebase", "role_description": "radio button", "value": 0, "position": "476.00;711.00", "size": "74;25", "children": []}, {"name": null, "role": "AXStaticText", "description": "Clean working tree using:", "role_description": "text", "value": "Clean working tree using:", "position": "285.00;744.00", "size": "156;17", "children": []}, {"name": null, "role": "AXRadioButton", "description": "Stash", "role_description": "radio button", "value": 0, "position": "453.00;740.00", "size": "63;25", "children": []}, {"name": null, "role": "AXRadioButton", "description": "Shelve", "role_description": "radio button", "value": 1, "position": "528.00;740.00", "size": "69;25", "children": []}, {"name": null, "role": "AXStaticText", "description": "Filter \"Update Project\" information by paths:", "role_description": "text", "value": "Filter \"Update Project\" information by paths:", "position": "285.00;773.00", "size": "272;17", "children": []}, {"name": null, "role": "AXMenu", "description": "Paths: All", "role_description": "menu", "value": null, "position": "563.00;769.00", "size": "42;25", "children": [{"name": null, "role": "AXMenuItem", "description": "All", "role_description": "menu item", "value": null, "position": "567.00;773.00", "size": "15;17", "children": []}]}, {"name": null, "role": "AXStaticText", "description": "Explicitly check for incoming commits on remotes:", "role_description": "text", "value": "Explicitly check for incoming commits on remotes:", "position": "261.00;828.00", "size": "308;17", "children": []}, {"name": null, "role": "AXPopUpButton", "description": "Explicitly check for incoming commits on remotes:", "role_description": "pop up button", "value": "Auto", "position": "572.00;819.00", "size": "109;34", "children": [{"name": null, "role": "AXPopUpButton", "description": null, "role_description": "pop up button", "value": null, "position": "-391.00;-244.00", "size": "0;0", "children": [{"name": null, "role": "AXMenuItem", "description": null, "role_description": "menu item", "value": null, "position": "-391.00;-244.00", "size": "0;0", "children": [{"name": null, "role": "AXList", "description": "list", "role_description": "list", "value": 0, "position": "-391.00;-244.00", "size": "0;0", "children": [{"name": null, "role": "AXRow", "description": "Auto", "role_description": "row", "value": 0, "position": "-391.00;-244.00", "size": "0;24", "children": [{"name": null, "role": "AXStaticText", "description": "Auto", "role_description": "text", "value": 0, "position": "-391.00;-244.00", "size": "0;24", "children": []}]}, {"name": null, "role": "AXRow", "description": "Always", "role_description": "row", "value": 0, "position": "-391.00;-244.00", "size": "0;24", "children": [{"name": null, "role": "AXStaticText", "description": "Always", "role_description": "text", "value": 0, "position": "-391.00;-244.00", "size": "0;24", "children": []}]}, {"name": null, "role": "AXRow", "description": "Never", "role_description": "row", "value": 0, "position": "-391.00;-244.00", "size": "0;24", "children": [{"name": null, "role": "AXStaticText", "description": "Never", "role_description": "text", "value": 0, "position": "-391.00;-244.00", "size": "0;24", "children": []}]}]}, {"name": null, "role": "AXScrollBar", "description": null, "role_description": "scroll bar", "value": 0, "position": "-391.00;-244.00", "size": "0;0", "children": []}]}]}]}, {"name": null, "role": "AXTextField", "description": "text/html", "role_description": "text field", "value": "\nRequires 'Check for incoming and outgoing commits' option to be enabled in Advanced Settings", "position": "-391.00;-244.00", "size": "0;0", "children": [{"name": null, "role": "AXTextField", "description": "text/html", "role_description": "text field", "value": null, "position": "-391.00;-244.00", "size": "0;0", "children": []}, {"name": null, "role": "AXTextField", "description": "text/html", "role_description": "text field", "value": null, "position": "-391.00;-244.00", "size": "0;0", "children": []}, {"name": null, "role": "AXTextField", "description": "text/html", "role_description": "text field", "value": null, "position": "-391.00;-244.00", "size": "0;0", "children": []}]}, {"name": null, "role": "AXCheckBox", "description": "Use credential helper", "role_description": "checkbox", "value": 0, "position": "257.00;858.00", "size": "159;25", "children": []}, {"name": null, "role": "AXStaticText", "description": "Stash", "role_description": "text", "value": "Stash", "position": "261.00;911.00", "size": "35;17", "children": []}, {"name": null, "role": "AXCheckBox", "description": "Combine stashes and shelves in one tab", "role_description": "checkbox", "value": 0, "position": "281.00;936.00", "size": "276;25", "children": []}, {"name": null, "role": "AXStaticText", "description": "When \"Show Diff\" is called, compare stashed changes:", "role_description": "text", "value": "When \"Show Diff\" is called, compare stashed changes:", "position": "285.00;969.00", "size": "336;17", "children": []}, {"name": null, "role": "AXRadioButton", "description": "With the local version of a file", "role_description": "radio button", "value": 1, "position": "305.00;990.00", "size": "209;25", "children": []}, {"name": null, "role": "AXRadioButton", "description": "With the parent commit", "role_description": "radio button", "value": 0, "position": "305.00;1019.00", "size": "172;25", "children": []}, {"name": null, "role": "AXCheckBox", "description": "Activate virtualenv for hooks", "role_description": "checkbox", "value": 1, "position": "257.00;1068.00", "size": "204;25", "children": []}]}, {"name": null, "role": "AXScrollArea", "description": null, "role_description": "scroll area", "value": 0, "position": "-391.00;-244.00", "size": "0;0", "children": [{"name": null, "role": "AXStaticText", "description": "", "role_description": "text", "value": "", "position": "-391.00;-244.00", "size": "0;0", "children": []}, {"name": null, "role": "AXScrollBar", "description": null, "role_description": "scroll bar", "value": 0, "position": "-391.00;-244.00", "size": "0;0", "children": []}, {"name": null, "role": "AXScrollBar", "description": null, "role_description": "scroll bar", "value": 0, "position": "-391.00;-244.00", "size": "0;0", "children": []}]}, {"name": null, "role": "AXButton", "description": "Help", "role_description": "button", "value": null, "position": "12.00;680.00", "size": "28;34", "children": []}, {"name": null, "role": "AXStaticText", "description": null, "role_description": "text", "value": null, "position": "50.00;680.00", "size": "0;34", "children": []}, {"name": null, "role": "AXButton", "description": "Cancel", "role_description": "button", "value": null, "position": "724.00;680.00", "size": "78;34", "children": []}, {"name": null, "role": "AXButton", "description": "Apply", "role_description": "button", "value": null, "position": "808.00;680.00", "size": "78;34", "children": []}, {"name": null, "role": "AXButton", "description": "OK", "role_description": "button", "value": null, "position": "892.00;680.00", "size": "78;34", "children": []}, {"name": null, "role": "AXButton", "description": null, "role_description": "close button", "value": null, "position": "7.00;6.00", "size": "14;16", "children": []}, {"name": null, "role": "AXButton", "description": null, "role_description": "zoom button", "value": null, "position": "47.00;6.00", "size": "14;16", "children": [{"name": null, "role": "AXGroup", "description": null, "role_description": "group", "value": null, "position": "47.00;6.00", "size": "14;16", "children": [{"name": null, "role": "AXGroup", "description": null, "role_description": "group", "value": null, "position": "47.00;6.00", "size": "14;16", "children": []}]}]}, {"name": null, "role": "AXButton", "description": null, "role_description": "minimize button", "value": null, "position": "27.00;6.00", "size": "14;16", "children": []}, {"name": null, "role": "AXStaticText", "description": null, "role_description": "text", "value": "Settings", "position": "461.00;5.00", "size": "59;16", "children": []}]}